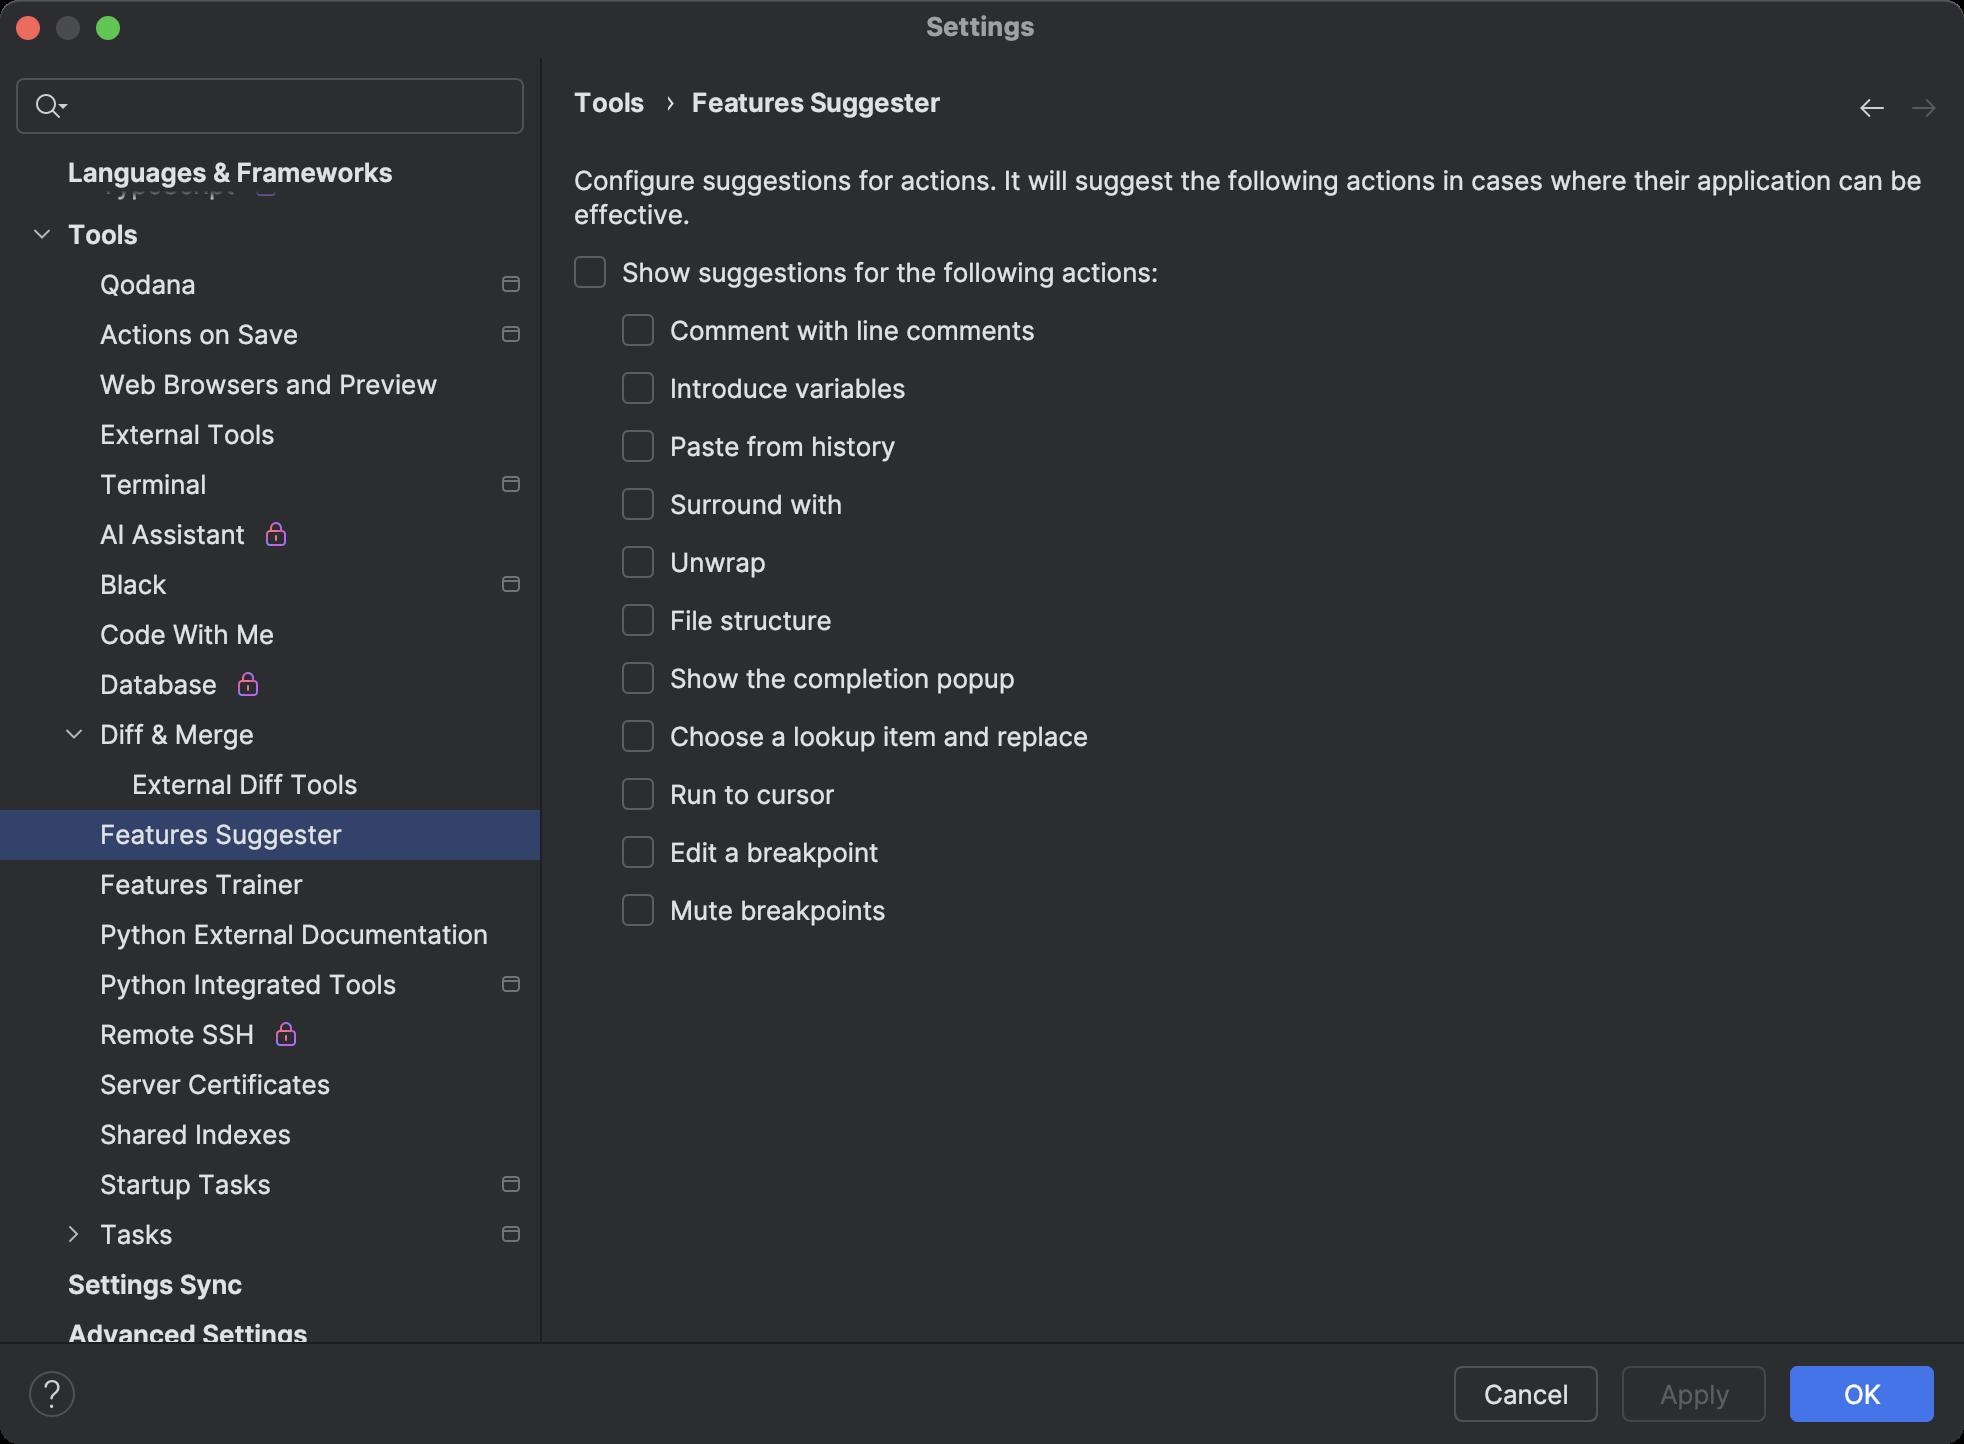
Accessibility tree:
{"name": "Settings", "role": "AXWindow", "description": null, "role_description": "standard window", "value": null, "position": "391.00;244.00", "size": "982;722", "children": [{"name": null, "role": "AXTextField", "description": "⌘F", "role_description": "text field", "value": "", "position": "5.00;36.00", "size": "260;34", "children": []}, {"name": null, "role": "AXScrollArea", "description": null, "role_description": "scroll area", "value": 0, "position": "0.00;76.00", "size": "270;595", "children": [{"name": null, "role": "AXScrollBar", "description": null, "role_description": "scroll bar", "value": 2571, "position": "256.00;76.00", "size": "14;595", "children": []}, {"name": null, "role": "AXScrollBar", "description": null, "role_description": "scroll bar", "value": 0, "position": "-391.00;-244.00", "size": "0;0", "children": []}, {"name": null, "role": "AXOutline", "description": "Settings categories", "role_description": "outline", "value": 0, "position": "0.00;-2495.00", "size": "270;3199", "children": [{"name": null, "role": "AXRow", "description": "Appearance & Behavior", "role_description": "row", "value": 0, "position": "3.00;-2495.00", "size": "267;25", "children": [{"name": null, "role": "AXStaticText", "description": "Appearance & Behavior", "role_description": "text", "value": "Appearance & Behavior", "position": "-391.00;-244.00", "size": "211;21", "children": []}, {"name": null, "role": "AXImage", "description": "", "role_description": "image", "value": null, "position": "-391.00;-244.00", "size": "16;21", "children": []}, {"name": null, "role": "AXImage", "description": "", "role_description": "image", "value": null, "position": "-391.00;-244.00", "size": "9;21", "children": []}]}, {"name": null, "role": "AXRow", "description": "Keymap", "role_description": "row", "value": 0, "position": "3.00;-2470.00", "size": "267;25", "children": [{"name": null, "role": "AXStaticText", "description": "Keymap", "role_description": "text", "value": "Keymap", "position": "-391.00;-244.00", "size": "211;21", "children": []}, {"name": null, "role": "AXImage", "description": "", "role_description": "image", "value": null, "position": "-391.00;-244.00", "size": "16;21", "children": []}, {"name": null, "role": "AXImage", "description": "", "role_description": "image", "value": null, "position": "-391.00;-244.00", "size": "9;21", "children": []}]}, {"name": null, "role": "AXRow", "description": "Editor", "role_description": "row", "value": 0, "position": "3.00;-2445.00", "size": "267;25", "children": [{"name": null, "role": "AXStaticText", "description": "Editor", "role_description": "text", "value": "Editor", "position": "-391.00;-244.00", "size": "211;21", "children": []}, {"name": null, "role": "AXImage", "description": "", "role_description": "image", "value": null, "position": "-391.00;-244.00", "size": "16;21", "children": []}, {"name": null, "role": "AXImage", "description": "", "role_description": "image", "value": null, "position": "-391.00;-244.00", "size": "9;21", "children": []}]}, {"name": null, "role": "AXRow", "description": "General", "role_description": "row", "value": 0, "position": "19.00;-2420.00", "size": "251;25", "children": [{"name": null, "role": "AXStaticText", "description": "General", "role_description": "text", "value": "General", "position": "-391.00;-244.00", "size": "211;21", "children": []}, {"name": null, "role": "AXImage", "description": "", "role_description": "image", "value": null, "position": "-391.00;-244.00", "size": "16;21", "children": []}, {"name": null, "role": "AXImage", "description": "", "role_description": "image", "value": null, "position": "-391.00;-244.00", "size": "9;21", "children": []}]}, {"name": null, "role": "AXRow", "description": "Code Editing", "role_description": "row", "value": 0, "position": "19.00;-2395.00", "size": "251;25", "children": [{"name": null, "role": "AXStaticText", "description": "Code Editing", "role_description": "text", "value": "Code Editing", "position": "-391.00;-244.00", "size": "211;21", "children": []}, {"name": null, "role": "AXImage", "description": "", "role_description": "image", "value": null, "position": "-391.00;-244.00", "size": "16;21", "children": []}, {"name": null, "role": "AXImage", "description": "", "role_description": "image", "value": null, "position": "-391.00;-244.00", "size": "9;21", "children": []}]}, {"name": null, "role": "AXRow", "description": "Font", "role_description": "row", "value": 0, "position": "19.00;-2370.00", "size": "251;25", "children": [{"name": null, "role": "AXStaticText", "description": "Font", "role_description": "text", "value": "Font", "position": "-391.00;-244.00", "size": "211;21", "children": []}, {"name": null, "role": "AXImage", "description": "", "role_description": "image", "value": null, "position": "-391.00;-244.00", "size": "16;21", "children": []}, {"name": null, "role": "AXImage", "description": "", "role_description": "image", "value": null, "position": "-391.00;-244.00", "size": "9;21", "children": []}]}, {"name": null, "role": "AXRow", "description": "Color Scheme", "role_description": "row", "value": 0, "position": "19.00;-2345.00", "size": "251;25", "children": [{"name": null, "role": "AXStaticText", "description": "Color Scheme", "role_description": "text", "value": "Color Scheme", "position": "-391.00;-244.00", "size": "211;21", "children": []}, {"name": null, "role": "AXImage", "description": "", "role_description": "image", "value": null, "position": "-391.00;-244.00", "size": "16;21", "children": []}, {"name": null, "role": "AXImage", "description": "", "role_description": "image", "value": null, "position": "-391.00;-244.00", "size": "9;21", "children": []}]}, {"name": null, "role": "AXRow", "description": "General", "role_description": "row", "value": 0, "position": "35.00;-2320.00", "size": "235;25", "children": [{"name": null, "role": "AXStaticText", "description": "General", "role_description": "text", "value": "General", "position": "-391.00;-244.00", "size": "211;21", "children": []}, {"name": null, "role": "AXImage", "description": "", "role_description": "image", "value": null, "position": "-391.00;-244.00", "size": "16;21", "children": []}, {"name": null, "role": "AXImage", "description": "", "role_description": "image", "value": null, "position": "-391.00;-244.00", "size": "9;21", "children": []}]}, {"name": null, "role": "AXRow", "description": "Language Defaults", "role_description": "row", "value": 0, "position": "35.00;-2295.00", "size": "235;25", "children": [{"name": null, "role": "AXStaticText", "description": "Language Defaults", "role_description": "text", "value": "Language Defaults", "position": "-391.00;-244.00", "size": "211;21", "children": []}, {"name": null, "role": "AXImage", "description": "", "role_description": "image", "value": null, "position": "-391.00;-244.00", "size": "16;21", "children": []}, {"name": null, "role": "AXImage", "description": "", "role_description": "image", "value": null, "position": "-391.00;-244.00", "size": "9;21", "children": []}]}, {"name": null, "role": "AXRow", "description": "Color Scheme Font", "role_description": "row", "value": 0, "position": "35.00;-2270.00", "size": "235;25", "children": [{"name": null, "role": "AXStaticText", "description": "Color Scheme Font", "role_description": "text", "value": "Color Scheme Font", "position": "-391.00;-244.00", "size": "211;21", "children": []}, {"name": null, "role": "AXImage", "description": "", "role_description": "image", "value": null, "position": "-391.00;-244.00", "size": "16;21", "children": []}, {"name": null, "role": "AXImage", "description": "", "role_description": "image", "value": null, "position": "-391.00;-244.00", "size": "9;21", "children": []}]}, {"name": null, "role": "AXRow", "description": "Console Font", "role_description": "row", "value": 0, "position": "35.00;-2245.00", "size": "235;25", "children": [{"name": null, "role": "AXStaticText", "description": "Console Font", "role_description": "text", "value": "Console Font", "position": "-391.00;-244.00", "size": "211;21", "children": []}, {"name": null, "role": "AXImage", "description": "", "role_description": "image", "value": null, "position": "-391.00;-244.00", "size": "16;21", "children": []}, {"name": null, "role": "AXImage", "description": "", "role_description": "image", "value": null, "position": "-391.00;-244.00", "size": "9;21", "children": []}]}, {"name": null, "role": "AXRow", "description": "Code With Me", "role_description": "row", "value": 0, "position": "35.00;-2220.00", "size": "235;25", "children": [{"name": null, "role": "AXStaticText", "description": "Code With Me", "role_description": "text", "value": "Code With Me", "position": "-391.00;-244.00", "size": "211;21", "children": []}, {"name": null, "role": "AXImage", "description": "", "role_description": "image", "value": null, "position": "-391.00;-244.00", "size": "16;21", "children": []}, {"name": null, "role": "AXImage", "description": "", "role_description": "image", "value": null, "position": "-391.00;-244.00", "size": "9;21", "children": []}]}, {"name": null, "role": "AXRow", "description": "Console Colors", "role_description": "row", "value": 0, "position": "35.00;-2195.00", "size": "235;25", "children": [{"name": null, "role": "AXStaticText", "description": "Console Colors", "role_description": "text", "value": "Console Colors", "position": "-391.00;-244.00", "size": "211;21", "children": []}, {"name": null, "role": "AXImage", "description": "", "role_description": "image", "value": null, "position": "-391.00;-244.00", "size": "16;21", "children": []}, {"name": null, "role": "AXImage", "description": "", "role_description": "image", "value": null, "position": "-391.00;-244.00", "size": "9;21", "children": []}]}, {"name": null, "role": "AXRow", "description": "Debugger", "role_description": "row", "value": 0, "position": "35.00;-2170.00", "size": "235;25", "children": [{"name": null, "role": "AXStaticText", "description": "Debugger", "role_description": "text", "value": "Debugger", "position": "-391.00;-244.00", "size": "211;21", "children": []}, {"name": null, "role": "AXImage", "description": "", "role_description": "image", "value": null, "position": "-391.00;-244.00", "size": "16;21", "children": []}, {"name": null, "role": "AXImage", "description": "", "role_description": "image", "value": null, "position": "-391.00;-244.00", "size": "9;21", "children": []}]}, {"name": null, "role": "AXRow", "description": "Diff & Merge", "role_description": "row", "value": 0, "position": "35.00;-2145.00", "size": "235;25", "children": [{"name": null, "role": "AXStaticText", "description": "Diff & Merge", "role_description": "text", "value": "Diff & Merge", "position": "-391.00;-244.00", "size": "211;21", "children": []}, {"name": null, "role": "AXImage", "description": "", "role_description": "image", "value": null, "position": "-391.00;-244.00", "size": "16;21", "children": []}, {"name": null, "role": "AXImage", "description": "", "role_description": "image", "value": null, "position": "-391.00;-244.00", "size": "9;21", "children": []}]}, {"name": null, "role": "AXRow", "description": "User-Defined File Types", "role_description": "row", "value": 0, "position": "35.00;-2120.00", "size": "235;25", "children": [{"name": null, "role": "AXStaticText", "description": "User-Defined File Types", "role_description": "text", "value": "User-Defined File Types", "position": "-391.00;-244.00", "size": "211;21", "children": []}, {"name": null, "role": "AXImage", "description": "", "role_description": "image", "value": null, "position": "-391.00;-244.00", "size": "16;21", "children": []}, {"name": null, "role": "AXImage", "description": "", "role_description": "image", "value": null, "position": "-391.00;-244.00", "size": "9;21", "children": []}]}, {"name": null, "role": "AXRow", "description": "VCS", "role_description": "row", "value": 0, "position": "35.00;-2095.00", "size": "235;25", "children": [{"name": null, "role": "AXStaticText", "description": "VCS", "role_description": "text", "value": "VCS", "position": "-391.00;-244.00", "size": "211;21", "children": []}, {"name": null, "role": "AXImage", "description": "", "role_description": "image", "value": null, "position": "-391.00;-244.00", "size": "16;21", "children": []}, {"name": null, "role": "AXImage", "description": "", "role_description": "image", "value": null, "position": "-391.00;-244.00", "size": "9;21", "children": []}]}, {"name": null, "role": "AXRow", "description": "Python", "role_description": "row", "value": 0, "position": "35.00;-2070.00", "size": "235;25", "children": [{"name": null, "role": "AXStaticText", "description": "Python", "role_description": "text", "value": "Python", "position": "-391.00;-244.00", "size": "211;21", "children": []}, {"name": null, "role": "AXImage", "description": "", "role_description": "image", "value": null, "position": "-391.00;-244.00", "size": "16;21", "children": []}, {"name": null, "role": "AXImage", "description": "", "role_description": "image", "value": null, "position": "-391.00;-244.00", "size": "9;21", "children": []}]}, {"name": null, "role": "AXRow", "description": "EditorConfig", "role_description": "row", "value": 0, "position": "35.00;-2045.00", "size": "235;25", "children": [{"name": null, "role": "AXStaticText", "description": "EditorConfig", "role_description": "text", "value": "EditorConfig", "position": "-391.00;-244.00", "size": "211;21", "children": []}, {"name": null, "role": "AXImage", "description": "", "role_description": "image", "value": null, "position": "-391.00;-244.00", "size": "16;21", "children": []}, {"name": null, "role": "AXImage", "description": "", "role_description": "image", "value": null, "position": "-391.00;-244.00", "size": "9;21", "children": []}]}, {"name": null, "role": "AXRow", "description": "HTML", "role_description": "row", "value": 0, "position": "35.00;-2020.00", "size": "235;25", "children": [{"name": null, "role": "AXStaticText", "description": "HTML", "role_description": "text", "value": "HTML", "position": "-391.00;-244.00", "size": "211;21", "children": []}, {"name": null, "role": "AXImage", "description": "", "role_description": "image", "value": null, "position": "-391.00;-244.00", "size": "16;21", "children": []}, {"name": null, "role": "AXImage", "description": "", "role_description": "image", "value": null, "position": "-391.00;-244.00", "size": "9;21", "children": []}]}, {"name": null, "role": "AXRow", "description": "JSON", "role_description": "row", "value": 0, "position": "35.00;-1995.00", "size": "235;25", "children": [{"name": null, "role": "AXStaticText", "description": "JSON", "role_description": "text", "value": "JSON", "position": "-391.00;-244.00", "size": "211;21", "children": []}, {"name": null, "role": "AXImage", "description": "", "role_description": "image", "value": null, "position": "-391.00;-244.00", "size": "16;21", "children": []}, {"name": null, "role": "AXImage", "description": "", "role_description": "image", "value": null, "position": "-391.00;-244.00", "size": "9;21", "children": []}]}, {"name": null, "role": "AXRow", "description": "Markdown", "role_description": "row", "value": 0, "position": "35.00;-1970.00", "size": "235;25", "children": [{"name": null, "role": "AXStaticText", "description": "Markdown", "role_description": "text", "value": "Markdown", "position": "-391.00;-244.00", "size": "211;21", "children": []}, {"name": null, "role": "AXImage", "description": "", "role_description": "image", "value": null, "position": "-391.00;-244.00", "size": "16;21", "children": []}, {"name": null, "role": "AXImage", "description": "", "role_description": "image", "value": null, "position": "-391.00;-244.00", "size": "9;21", "children": []}]}, {"name": null, "role": "AXRow", "description": "Properties", "role_description": "row", "value": 0, "position": "35.00;-1945.00", "size": "235;25", "children": [{"name": null, "role": "AXStaticText", "description": "Properties", "role_description": "text", "value": "Properties", "position": "-391.00;-244.00", "size": "211;21", "children": []}, {"name": null, "role": "AXImage", "description": "", "role_description": "image", "value": null, "position": "-391.00;-244.00", "size": "16;21", "children": []}, {"name": null, "role": "AXImage", "description": "", "role_description": "image", "value": null, "position": "-391.00;-244.00", "size": "9;21", "children": []}]}, {"name": null, "role": "AXRow", "description": "RegExp", "role_description": "row", "value": 0, "position": "35.00;-1920.00", "size": "235;25", "children": [{"name": null, "role": "AXStaticText", "description": "RegExp", "role_description": "text", "value": "RegExp", "position": "-391.00;-244.00", "size": "211;21", "children": []}, {"name": null, "role": "AXImage", "description": "", "role_description": "image", "value": null, "position": "-391.00;-244.00", "size": "16;21", "children": []}, {"name": null, "role": "AXImage", "description": "", "role_description": "image", "value": null, "position": "-391.00;-244.00", "size": "9;21", "children": []}]}, {"name": null, "role": "AXRow", "description": "reStructuredText", "role_description": "row", "value": 0, "position": "35.00;-1895.00", "size": "235;25", "children": [{"name": null, "role": "AXStaticText", "description": "reStructuredText", "role_description": "text", "value": "reStructuredText", "position": "-391.00;-244.00", "size": "211;21", "children": []}, {"name": null, "role": "AXImage", "description": "", "role_description": "image", "value": null, "position": "-391.00;-244.00", "size": "16;21", "children": []}, {"name": null, "role": "AXImage", "description": "", "role_description": "image", "value": null, "position": "-391.00;-244.00", "size": "9;21", "children": []}]}, {"name": null, "role": "AXRow", "description": "Shell Script", "role_description": "row", "value": 0, "position": "35.00;-1870.00", "size": "235;25", "children": [{"name": null, "role": "AXStaticText", "description": "Shell Script", "role_description": "text", "value": "Shell Script", "position": "-391.00;-244.00", "size": "211;21", "children": []}, {"name": null, "role": "AXImage", "description": "", "role_description": "image", "value": null, "position": "-391.00;-244.00", "size": "16;21", "children": []}, {"name": null, "role": "AXImage", "description": "", "role_description": "image", "value": null, "position": "-391.00;-244.00", "size": "9;21", "children": []}]}, {"name": null, "role": "AXRow", "description": "TOML", "role_description": "row", "value": 0, "position": "35.00;-1845.00", "size": "235;25", "children": [{"name": null, "role": "AXStaticText", "description": "TOML", "role_description": "text", "value": "TOML", "position": "-391.00;-244.00", "size": "211;21", "children": []}, {"name": null, "role": "AXImage", "description": "", "role_description": "image", "value": null, "position": "-391.00;-244.00", "size": "16;21", "children": []}, {"name": null, "role": "AXImage", "description": "", "role_description": "image", "value": null, "position": "-391.00;-244.00", "size": "9;21", "children": []}]}, {"name": null, "role": "AXRow", "description": "XML", "role_description": "row", "value": 0, "position": "35.00;-1820.00", "size": "235;25", "children": [{"name": null, "role": "AXStaticText", "description": "XML", "role_description": "text", "value": "XML", "position": "-391.00;-244.00", "size": "211;21", "children": []}, {"name": null, "role": "AXImage", "description": "", "role_description": "image", "value": null, "position": "-391.00;-244.00", "size": "16;21", "children": []}, {"name": null, "role": "AXImage", "description": "", "role_description": "image", "value": null, "position": "-391.00;-244.00", "size": "9;21", "children": []}]}, {"name": null, "role": "AXRow", "description": "YAML", "role_description": "row", "value": 0, "position": "35.00;-1795.00", "size": "235;25", "children": [{"name": null, "role": "AXStaticText", "description": "YAML", "role_description": "text", "value": "YAML", "position": "-391.00;-244.00", "size": "211;21", "children": []}, {"name": null, "role": "AXImage", "description": "", "role_description": "image", "value": null, "position": "-391.00;-244.00", "size": "16;21", "children": []}, {"name": null, "role": "AXImage", "description": "", "role_description": "image", "value": null, "position": "-391.00;-244.00", "size": "9;21", "children": []}]}, {"name": null, "role": "AXRow", "description": "By Scope", "role_description": "row", "value": 0, "position": "35.00;-1770.00", "size": "235;25", "children": [{"name": null, "role": "AXStaticText", "description": "By Scope", "role_description": "text", "value": "By Scope", "position": "-391.00;-244.00", "size": "211;21", "children": []}, {"name": null, "role": "AXImage", "description": "", "role_description": "image", "value": null, "position": "-391.00;-244.00", "size": "16;21", "children": []}, {"name": null, "role": "AXImage", "description": "", "role_description": "image", "value": null, "position": "-391.00;-244.00", "size": "9;21", "children": []}]}, {"name": null, "role": "AXRow", "description": "Images", "role_description": "row", "value": 0, "position": "35.00;-1745.00", "size": "235;25", "children": [{"name": null, "role": "AXStaticText", "description": "Images", "role_description": "text", "value": "Images", "position": "-391.00;-244.00", "size": "211;21", "children": []}, {"name": null, "role": "AXImage", "description": "", "role_description": "image", "value": null, "position": "-391.00;-244.00", "size": "16;21", "children": []}, {"name": null, "role": "AXImage", "description": "", "role_description": "image", "value": null, "position": "-391.00;-244.00", "size": "9;21", "children": []}]}, {"name": null, "role": "AXRow", "description": "Code Style", "role_description": "row", "value": 0, "position": "19.00;-1720.00", "size": "251;25", "children": [{"name": null, "role": "AXStaticText", "description": "Code Style", "role_description": "text", "value": "Code Style", "position": "-391.00;-244.00", "size": "211;21", "children": []}, {"name": null, "role": "AXImage", "description": "", "role_description": "image", "value": null, "position": "-391.00;-244.00", "size": "16;21", "children": []}, {"name": null, "role": "AXImage", "description": "", "role_description": "image", "value": null, "position": "-391.00;-244.00", "size": "9;21", "children": []}]}, {"name": null, "role": "AXRow", "description": "Python", "role_description": "row", "value": 0, "position": "35.00;-1695.00", "size": "235;25", "children": [{"name": null, "role": "AXStaticText", "description": "Python", "role_description": "text", "value": "Python", "position": "-391.00;-244.00", "size": "211;21", "children": []}, {"name": null, "role": "AXImage", "description": "", "role_description": "image", "value": null, "position": "-391.00;-244.00", "size": "16;21", "children": []}, {"name": null, "role": "AXImage", "description": "", "role_description": "image", "value": null, "position": "-391.00;-244.00", "size": "9;21", "children": []}]}, {"name": null, "role": "AXRow", "description": "EditorConfig", "role_description": "row", "value": 0, "position": "35.00;-1670.00", "size": "235;25", "children": [{"name": null, "role": "AXStaticText", "description": "EditorConfig", "role_description": "text", "value": "EditorConfig", "position": "-391.00;-244.00", "size": "211;21", "children": []}, {"name": null, "role": "AXImage", "description": "", "role_description": "image", "value": null, "position": "-391.00;-244.00", "size": "16;21", "children": []}, {"name": null, "role": "AXImage", "description": "", "role_description": "image", "value": null, "position": "-391.00;-244.00", "size": "9;21", "children": []}]}, {"name": null, "role": "AXRow", "description": "HTML", "role_description": "row", "value": 0, "position": "35.00;-1645.00", "size": "235;25", "children": [{"name": null, "role": "AXStaticText", "description": "HTML", "role_description": "text", "value": "HTML", "position": "-391.00;-244.00", "size": "211;21", "children": []}, {"name": null, "role": "AXImage", "description": "", "role_description": "image", "value": null, "position": "-391.00;-244.00", "size": "16;21", "children": []}, {"name": null, "role": "AXImage", "description": "", "role_description": "image", "value": null, "position": "-391.00;-244.00", "size": "9;21", "children": []}]}, {"name": null, "role": "AXRow", "description": "JSON", "role_description": "row", "value": 0, "position": "35.00;-1620.00", "size": "235;25", "children": [{"name": null, "role": "AXStaticText", "description": "JSON", "role_description": "text", "value": "JSON", "position": "-391.00;-244.00", "size": "211;21", "children": []}, {"name": null, "role": "AXImage", "description": "", "role_description": "image", "value": null, "position": "-391.00;-244.00", "size": "16;21", "children": []}, {"name": null, "role": "AXImage", "description": "", "role_description": "image", "value": null, "position": "-391.00;-244.00", "size": "9;21", "children": []}]}, {"name": null, "role": "AXRow", "description": "Markdown", "role_description": "row", "value": 0, "position": "35.00;-1595.00", "size": "235;25", "children": [{"name": null, "role": "AXStaticText", "description": "Markdown", "role_description": "text", "value": "Markdown", "position": "-391.00;-244.00", "size": "211;21", "children": []}, {"name": null, "role": "AXImage", "description": "", "role_description": "image", "value": null, "position": "-391.00;-244.00", "size": "16;21", "children": []}, {"name": null, "role": "AXImage", "description": "", "role_description": "image", "value": null, "position": "-391.00;-244.00", "size": "9;21", "children": []}]}, {"name": null, "role": "AXRow", "description": "Properties", "role_description": "row", "value": 0, "position": "35.00;-1570.00", "size": "235;25", "children": [{"name": null, "role": "AXStaticText", "description": "Properties", "role_description": "text", "value": "Properties", "position": "-391.00;-244.00", "size": "211;21", "children": []}, {"name": null, "role": "AXImage", "description": "", "role_description": "image", "value": null, "position": "-391.00;-244.00", "size": "16;21", "children": []}, {"name": null, "role": "AXImage", "description": "", "role_description": "image", "value": null, "position": "-391.00;-244.00", "size": "9;21", "children": []}]}, {"name": null, "role": "AXRow", "description": "Shell Script", "role_description": "row", "value": 0, "position": "35.00;-1545.00", "size": "235;25", "children": [{"name": null, "role": "AXStaticText", "description": "Shell Script", "role_description": "text", "value": "Shell Script", "position": "-391.00;-244.00", "size": "211;21", "children": []}, {"name": null, "role": "AXImage", "description": "", "role_description": "image", "value": null, "position": "-391.00;-244.00", "size": "16;21", "children": []}, {"name": null, "role": "AXImage", "description": "", "role_description": "image", "value": null, "position": "-391.00;-244.00", "size": "9;21", "children": []}]}, {"name": null, "role": "AXRow", "description": "TOML", "role_description": "row", "value": 0, "position": "35.00;-1520.00", "size": "235;25", "children": [{"name": null, "role": "AXStaticText", "description": "TOML", "role_description": "text", "value": "TOML", "position": "-391.00;-244.00", "size": "211;21", "children": []}, {"name": null, "role": "AXImage", "description": "", "role_description": "image", "value": null, "position": "-391.00;-244.00", "size": "16;21", "children": []}, {"name": null, "role": "AXImage", "description": "", "role_description": "image", "value": null, "position": "-391.00;-244.00", "size": "9;21", "children": []}]}, {"name": null, "role": "AXRow", "description": "XML", "role_description": "row", "value": 0, "position": "35.00;-1495.00", "size": "235;25", "children": [{"name": null, "role": "AXStaticText", "description": "XML", "role_description": "text", "value": "XML", "position": "-391.00;-244.00", "size": "211;21", "children": []}, {"name": null, "role": "AXImage", "description": "", "role_description": "image", "value": null, "position": "-391.00;-244.00", "size": "16;21", "children": []}, {"name": null, "role": "AXImage", "description": "", "role_description": "image", "value": null, "position": "-391.00;-244.00", "size": "9;21", "children": []}]}, {"name": null, "role": "AXRow", "description": "YAML", "role_description": "row", "value": 0, "position": "35.00;-1470.00", "size": "235;25", "children": [{"name": null, "role": "AXStaticText", "description": "YAML", "role_description": "text", "value": "YAML", "position": "-391.00;-244.00", "size": "211;21", "children": []}, {"name": null, "role": "AXImage", "description": "", "role_description": "image", "value": null, "position": "-391.00;-244.00", "size": "16;21", "children": []}, {"name": null, "role": "AXImage", "description": "", "role_description": "image", "value": null, "position": "-391.00;-244.00", "size": "9;21", "children": []}]}, {"name": null, "role": "AXRow", "description": "Other File Types", "role_description": "row", "value": 0, "position": "35.00;-1445.00", "size": "235;25", "children": [{"name": null, "role": "AXStaticText", "description": "Other File Types", "role_description": "text", "value": "Other File Types", "position": "-391.00;-244.00", "size": "211;21", "children": []}, {"name": null, "role": "AXImage", "description": "", "role_description": "image", "value": null, "position": "-391.00;-244.00", "size": "16;21", "children": []}, {"name": null, "role": "AXImage", "description": "", "role_description": "image", "value": null, "position": "-391.00;-244.00", "size": "9;21", "children": []}]}, {"name": null, "role": "AXRow", "description": "Inspections", "role_description": "row", "value": 0, "position": "19.00;-1420.00", "size": "251;25", "children": [{"name": null, "role": "AXStaticText", "description": "Inspections", "role_description": "text", "value": "Inspections", "position": "-391.00;-244.00", "size": "211;21", "children": []}, {"name": null, "role": "AXImage", "description": "", "role_description": "image", "value": null, "position": "-391.00;-244.00", "size": "16;21", "children": []}, {"name": null, "role": "AXImage", "description": "", "role_description": "image", "value": null, "position": "-391.00;-244.00", "size": "9;21", "children": []}]}, {"name": null, "role": "AXRow", "description": "File and Code Templates", "role_description": "row", "value": 0, "position": "19.00;-1395.00", "size": "251;25", "children": [{"name": null, "role": "AXStaticText", "description": "File and Code Templates", "role_description": "text", "value": "File and Code Templates", "position": "-391.00;-244.00", "size": "211;21", "children": []}, {"name": null, "role": "AXImage", "description": "", "role_description": "image", "value": null, "position": "-391.00;-244.00", "size": "16;21", "children": []}, {"name": null, "role": "AXImage", "description": "", "role_description": "image", "value": null, "position": "-391.00;-244.00", "size": "9;21", "children": []}]}, {"name": null, "role": "AXRow", "description": "File Encodings", "role_description": "row", "value": 0, "position": "19.00;-1370.00", "size": "251;25", "children": [{"name": null, "role": "AXStaticText", "description": "File Encodings", "role_description": "text", "value": "File Encodings", "position": "-391.00;-244.00", "size": "211;21", "children": []}, {"name": null, "role": "AXImage", "description": "", "role_description": "image", "value": null, "position": "-391.00;-244.00", "size": "16;21", "children": []}, {"name": null, "role": "AXImage", "description": "", "role_description": "image", "value": null, "position": "-391.00;-244.00", "size": "9;21", "children": []}]}, {"name": null, "role": "AXRow", "description": "Live Templates", "role_description": "row", "value": 0, "position": "19.00;-1345.00", "size": "251;25", "children": [{"name": null, "role": "AXStaticText", "description": "Live Templates", "role_description": "text", "value": "Live Templates", "position": "-391.00;-244.00", "size": "211;21", "children": []}, {"name": null, "role": "AXImage", "description": "", "role_description": "image", "value": null, "position": "-391.00;-244.00", "size": "16;21", "children": []}, {"name": null, "role": "AXImage", "description": "", "role_description": "image", "value": null, "position": "-391.00;-244.00", "size": "9;21", "children": []}]}, {"name": null, "role": "AXRow", "description": "File Types", "role_description": "row", "value": 0, "position": "19.00;-1320.00", "size": "251;25", "children": [{"name": null, "role": "AXStaticText", "description": "File Types", "role_description": "text", "value": "File Types", "position": "-391.00;-244.00", "size": "211;21", "children": []}, {"name": null, "role": "AXImage", "description": "", "role_description": "image", "value": null, "position": "-391.00;-244.00", "size": "16;21", "children": []}, {"name": null, "role": "AXImage", "description": "", "role_description": "image", "value": null, "position": "-391.00;-244.00", "size": "9;21", "children": []}]}, {"name": null, "role": "AXRow", "description": "Copyright", "role_description": "row", "value": 0, "position": "19.00;-1295.00", "size": "251;25", "children": [{"name": null, "role": "AXStaticText", "description": "Copyright", "role_description": "text", "value": "Copyright", "position": "-391.00;-244.00", "size": "211;21", "children": []}, {"name": null, "role": "AXImage", "description": "", "role_description": "image", "value": null, "position": "-391.00;-244.00", "size": "16;21", "children": []}, {"name": null, "role": "AXImage", "description": "", "role_description": "image", "value": null, "position": "-391.00;-244.00", "size": "9;21", "children": []}]}, {"name": null, "role": "AXRow", "description": "Copyright Profiles", "role_description": "row", "value": 0, "position": "35.00;-1270.00", "size": "235;25", "children": [{"name": null, "role": "AXStaticText", "description": "Copyright Profiles", "role_description": "text", "value": "Copyright Profiles", "position": "-391.00;-244.00", "size": "211;21", "children": []}, {"name": null, "role": "AXImage", "description": "", "role_description": "image", "value": null, "position": "-391.00;-244.00", "size": "16;21", "children": []}, {"name": null, "role": "AXImage", "description": "", "role_description": "image", "value": null, "position": "-391.00;-244.00", "size": "9;21", "children": []}]}, {"name": null, "role": "AXRow", "description": "Formatting", "role_description": "row", "value": 0, "position": "35.00;-1245.00", "size": "235;25", "children": [{"name": null, "role": "AXStaticText", "description": "Formatting", "role_description": "text", "value": "Formatting", "position": "-391.00;-244.00", "size": "211;21", "children": []}, {"name": null, "role": "AXImage", "description": "", "role_description": "image", "value": null, "position": "-391.00;-244.00", "size": "16;21", "children": []}, {"name": null, "role": "AXImage", "description": "", "role_description": "image", "value": null, "position": "-391.00;-244.00", "size": "9;21", "children": []}]}, {"name": null, "role": "AXRow", "description": "Inlay Hints", "role_description": "row", "value": 0, "position": "19.00;-1220.00", "size": "251;25", "children": [{"name": null, "role": "AXStaticText", "description": "Inlay Hints", "role_description": "text", "value": "Inlay Hints", "position": "-391.00;-244.00", "size": "211;21", "children": []}, {"name": null, "role": "AXImage", "description": "", "role_description": "image", "value": null, "position": "-391.00;-244.00", "size": "16;21", "children": []}, {"name": null, "role": "AXImage", "description": "", "role_description": "image", "value": null, "position": "-391.00;-244.00", "size": "9;21", "children": []}]}, {"name": null, "role": "AXRow", "description": "Emmet", "role_description": "row", "value": 0, "position": "19.00;-1195.00", "size": "251;25", "children": [{"name": null, "role": "AXStaticText", "description": "Emmet", "role_description": "text", "value": "Emmet", "position": "-391.00;-244.00", "size": "211;21", "children": []}, {"name": null, "role": "AXImage", "description": "", "role_description": "image", "value": null, "position": "-391.00;-244.00", "size": "16;21", "children": []}, {"name": null, "role": "AXImage", "description": "", "role_description": "image", "value": null, "position": "-391.00;-244.00", "size": "9;21", "children": []}]}, {"name": null, "role": "AXRow", "description": "Intentions", "role_description": "row", "value": 0, "position": "19.00;-1170.00", "size": "251;25", "children": [{"name": null, "role": "AXStaticText", "description": "Intentions", "role_description": "text", "value": "Intentions", "position": "-391.00;-244.00", "size": "211;21", "children": []}, {"name": null, "role": "AXImage", "description": "", "role_description": "image", "value": null, "position": "-391.00;-244.00", "size": "16;21", "children": []}, {"name": null, "role": "AXImage", "description": "", "role_description": "image", "value": null, "position": "-391.00;-244.00", "size": "9;21", "children": []}]}, {"name": null, "role": "AXRow", "description": "Language Injections", "role_description": "row", "value": 0, "position": "19.00;-1145.00", "size": "251;25", "children": [{"name": null, "role": "AXStaticText", "description": "Language Injections", "role_description": "text", "value": "Language Injections", "position": "-391.00;-244.00", "size": "211;21", "children": []}, {"name": null, "role": "AXImage", "description": "", "role_description": "image", "value": null, "position": "-391.00;-244.00", "size": "16;21", "children": []}, {"name": null, "role": "AXImage", "description": "", "role_description": "image", "value": null, "position": "-391.00;-244.00", "size": "9;21", "children": []}]}, {"name": null, "role": "AXRow", "description": "Natural Languages", "role_description": "row", "value": 0, "position": "19.00;-1120.00", "size": "251;25", "children": [{"name": null, "role": "AXStaticText", "description": "Natural Languages", "role_description": "text", "value": "Natural Languages", "position": "-391.00;-244.00", "size": "211;21", "children": []}, {"name": null, "role": "AXImage", "description": "", "role_description": "image", "value": null, "position": "-391.00;-244.00", "size": "16;21", "children": []}, {"name": null, "role": "AXImage", "description": "", "role_description": "image", "value": null, "position": "-391.00;-244.00", "size": "9;21", "children": []}]}, {"name": null, "role": "AXRow", "description": "Grammar and Style", "role_description": "row", "value": 0, "position": "35.00;-1095.00", "size": "235;25", "children": [{"name": null, "role": "AXStaticText", "description": "Grammar and Style", "role_description": "text", "value": "Grammar and Style", "position": "-391.00;-244.00", "size": "211;21", "children": []}, {"name": null, "role": "AXImage", "description": "", "role_description": "image", "value": null, "position": "-391.00;-244.00", "size": "16;21", "children": []}, {"name": null, "role": "AXImage", "description": "", "role_description": "image", "value": null, "position": "-391.00;-244.00", "size": "9;21", "children": []}]}, {"name": null, "role": "AXRow", "description": "Spelling", "role_description": "row", "value": 0, "position": "35.00;-1070.00", "size": "235;25", "children": [{"name": null, "role": "AXStaticText", "description": "Spelling", "role_description": "text", "value": "Spelling", "position": "-391.00;-244.00", "size": "211;21", "children": []}, {"name": null, "role": "AXImage", "description": "", "role_description": "image", "value": null, "position": "-391.00;-244.00", "size": "16;21", "children": []}, {"name": null, "role": "AXImage", "description": "", "role_description": "image", "value": null, "position": "-391.00;-244.00", "size": "9;21", "children": []}]}, {"name": null, "role": "AXRow", "description": "Reader Mode", "role_description": "row", "value": 0, "position": "19.00;-1045.00", "size": "251;25", "children": [{"name": null, "role": "AXStaticText", "description": "Reader Mode", "role_description": "text", "value": "Reader Mode", "position": "-391.00;-244.00", "size": "211;21", "children": []}, {"name": null, "role": "AXImage", "description": "", "role_description": "image", "value": null, "position": "-391.00;-244.00", "size": "16;21", "children": []}, {"name": null, "role": "AXImage", "description": "", "role_description": "image", "value": null, "position": "-391.00;-244.00", "size": "9;21", "children": []}]}, {"name": null, "role": "AXRow", "description": "TextMate Bundles", "role_description": "row", "value": 0, "position": "19.00;-1020.00", "size": "251;25", "children": [{"name": null, "role": "AXStaticText", "description": "TextMate Bundles", "role_description": "text", "value": "TextMate Bundles", "position": "-391.00;-244.00", "size": "211;21", "children": []}, {"name": null, "role": "AXImage", "description": "", "role_description": "image", "value": null, "position": "-391.00;-244.00", "size": "16;21", "children": []}, {"name": null, "role": "AXImage", "description": "", "role_description": "image", "value": null, "position": "-391.00;-244.00", "size": "9;21", "children": []}]}, {"name": null, "role": "AXRow", "description": "TODO", "role_description": "row", "value": 0, "position": "19.00;-995.00", "size": "251;25", "children": [{"name": null, "role": "AXStaticText", "description": "TODO", "role_description": "text", "value": "TODO", "position": "-391.00;-244.00", "size": "211;21", "children": []}, {"name": null, "role": "AXImage", "description": "", "role_description": "image", "value": null, "position": "-391.00;-244.00", "size": "16;21", "children": []}, {"name": null, "role": "AXImage", "description": "", "role_description": "image", "value": null, "position": "-391.00;-244.00", "size": "9;21", "children": []}]}, {"name": null, "role": "AXRow", "description": "Plugins", "role_description": "row", "value": 0, "position": "3.00;-970.00", "size": "267;25", "children": [{"name": null, "role": "AXStaticText", "description": "Plugins", "role_description": "text", "value": "Plugins", "position": "-391.00;-244.00", "size": "211;21", "children": []}, {"name": null, "role": "AXImage", "description": "", "role_description": "image", "value": null, "position": "-391.00;-244.00", "size": "16;21", "children": []}, {"name": null, "role": "AXImage", "description": "", "role_description": "image", "value": null, "position": "-391.00;-244.00", "size": "9;21", "children": []}]}, {"name": null, "role": "AXRow", "description": "Version Control", "role_description": "row", "value": 0, "position": "3.00;-945.00", "size": "267;25", "children": [{"name": null, "role": "AXStaticText", "description": "Version Control", "role_description": "text", "value": "Version Control", "position": "-391.00;-244.00", "size": "211;21", "children": []}, {"name": null, "role": "AXImage", "description": "", "role_description": "image", "value": null, "position": "-391.00;-244.00", "size": "16;21", "children": []}, {"name": null, "role": "AXImage", "description": "", "role_description": "image", "value": null, "position": "-391.00;-244.00", "size": "9;21", "children": []}]}, {"name": null, "role": "AXRow", "description": "Changelists", "role_description": "row", "value": 0, "position": "19.00;-920.00", "size": "251;25", "children": [{"name": null, "role": "AXStaticText", "description": "Changelists", "role_description": "text", "value": "Changelists", "position": "-391.00;-244.00", "size": "211;21", "children": []}, {"name": null, "role": "AXImage", "description": "", "role_description": "image", "value": null, "position": "-391.00;-244.00", "size": "16;21", "children": []}, {"name": null, "role": "AXImage", "description": "", "role_description": "image", "value": null, "position": "-391.00;-244.00", "size": "9;21", "children": []}]}, {"name": null, "role": "AXRow", "description": "Commit", "role_description": "row", "value": 0, "position": "19.00;-895.00", "size": "251;25", "children": [{"name": null, "role": "AXStaticText", "description": "Commit", "role_description": "text", "value": "Commit", "position": "-391.00;-244.00", "size": "211;21", "children": []}, {"name": null, "role": "AXImage", "description": "", "role_description": "image", "value": null, "position": "-391.00;-244.00", "size": "16;21", "children": []}, {"name": null, "role": "AXImage", "description": "", "role_description": "image", "value": null, "position": "-391.00;-244.00", "size": "9;21", "children": []}]}, {"name": null, "role": "AXRow", "description": "Confirmation", "role_description": "row", "value": 0, "position": "19.00;-870.00", "size": "251;25", "children": [{"name": null, "role": "AXStaticText", "description": "Confirmation", "role_description": "text", "value": "Confirmation", "position": "-391.00;-244.00", "size": "211;21", "children": []}, {"name": null, "role": "AXImage", "description": "", "role_description": "image", "value": null, "position": "-391.00;-244.00", "size": "16;21", "children": []}, {"name": null, "role": "AXImage", "description": "", "role_description": "image", "value": null, "position": "-391.00;-244.00", "size": "9;21", "children": []}]}, {"name": null, "role": "AXRow", "description": "Directory Mappings", "role_description": "row", "value": 0, "position": "19.00;-845.00", "size": "251;25", "children": [{"name": null, "role": "AXStaticText", "description": "Directory Mappings", "role_description": "text", "value": "Directory Mappings", "position": "-391.00;-244.00", "size": "211;21", "children": []}, {"name": null, "role": "AXImage", "description": "", "role_description": "image", "value": null, "position": "-391.00;-244.00", "size": "16;21", "children": []}, {"name": null, "role": "AXImage", "description": "", "role_description": "image", "value": null, "position": "-391.00;-244.00", "size": "9;21", "children": []}]}, {"name": null, "role": "AXRow", "description": "File Status Colors", "role_description": "row", "value": 0, "position": "19.00;-820.00", "size": "251;25", "children": [{"name": null, "role": "AXStaticText", "description": "File Status Colors", "role_description": "text", "value": "File Status Colors", "position": "-391.00;-244.00", "size": "211;21", "children": []}, {"name": null, "role": "AXImage", "description": "", "role_description": "image", "value": null, "position": "-391.00;-244.00", "size": "16;21", "children": []}, {"name": null, "role": "AXImage", "description": "", "role_description": "image", "value": null, "position": "-391.00;-244.00", "size": "9;21", "children": []}]}, {"name": null, "role": "AXRow", "description": "Issue Navigation", "role_description": "row", "value": 0, "position": "19.00;-795.00", "size": "251;25", "children": [{"name": null, "role": "AXStaticText", "description": "Issue Navigation", "role_description": "text", "value": "Issue Navigation", "position": "-391.00;-244.00", "size": "211;21", "children": []}, {"name": null, "role": "AXImage", "description": "", "role_description": "image", "value": null, "position": "-391.00;-244.00", "size": "16;21", "children": []}, {"name": null, "role": "AXImage", "description": "", "role_description": "image", "value": null, "position": "-391.00;-244.00", "size": "9;21", "children": []}]}, {"name": null, "role": "AXRow", "description": "Shelf", "role_description": "row", "value": 0, "position": "19.00;-770.00", "size": "251;25", "children": [{"name": null, "role": "AXStaticText", "description": "Shelf", "role_description": "text", "value": "Shelf", "position": "-391.00;-244.00", "size": "211;21", "children": []}, {"name": null, "role": "AXImage", "description": "", "role_description": "image", "value": null, "position": "-391.00;-244.00", "size": "16;21", "children": []}, {"name": null, "role": "AXImage", "description": "", "role_description": "image", "value": null, "position": "-391.00;-244.00", "size": "9;21", "children": []}]}, {"name": null, "role": "AXRow", "description": "Git", "role_description": "row", "value": 0, "position": "19.00;-745.00", "size": "251;25", "children": [{"name": null, "role": "AXStaticText", "description": "Git", "role_description": "text", "value": "Git", "position": "-391.00;-244.00", "size": "211;21", "children": []}, {"name": null, "role": "AXImage", "description": "", "role_description": "image", "value": null, "position": "-391.00;-244.00", "size": "16;21", "children": []}, {"name": null, "role": "AXImage", "description": "", "role_description": "image", "value": null, "position": "-391.00;-244.00", "size": "9;21", "children": []}]}, {"name": null, "role": "AXRow", "description": "GitHub", "role_description": "row", "value": 0, "position": "19.00;-720.00", "size": "251;25", "children": [{"name": null, "role": "AXStaticText", "description": "GitHub", "role_description": "text", "value": "GitHub", "position": "-391.00;-244.00", "size": "211;21", "children": []}, {"name": null, "role": "AXImage", "description": "", "role_description": "image", "value": null, "position": "-391.00;-244.00", "size": "16;21", "children": []}, {"name": null, "role": "AXImage", "description": "", "role_description": "image", "value": null, "position": "-391.00;-244.00", "size": "9;21", "children": []}]}, {"name": null, "role": "AXRow", "description": "GitLab", "role_description": "row", "value": 0, "position": "19.00;-695.00", "size": "251;25", "children": [{"name": null, "role": "AXStaticText", "description": "GitLab", "role_description": "text", "value": "GitLab", "position": "-391.00;-244.00", "size": "211;21", "children": []}, {"name": null, "role": "AXImage", "description": "", "role_description": "image", "value": null, "position": "-391.00;-244.00", "size": "16;21", "children": []}, {"name": null, "role": "AXImage", "description": "", "role_description": "image", "value": null, "position": "-391.00;-244.00", "size": "9;21", "children": []}]}, {"name": null, "role": "AXRow", "description": "Mercurial", "role_description": "row", "value": 0, "position": "19.00;-670.00", "size": "251;25", "children": [{"name": null, "role": "AXStaticText", "description": "Mercurial", "role_description": "text", "value": "Mercurial", "position": "-391.00;-244.00", "size": "211;21", "children": []}, {"name": null, "role": "AXImage", "description": "", "role_description": "image", "value": null, "position": "-391.00;-244.00", "size": "16;21", "children": []}, {"name": null, "role": "AXImage", "description": "", "role_description": "image", "value": null, "position": "-391.00;-244.00", "size": "9;21", "children": []}]}, {"name": null, "role": "AXRow", "description": "Subversion", "role_description": "row", "value": 0, "position": "19.00;-645.00", "size": "251;25", "children": [{"name": null, "role": "AXStaticText", "description": "Subversion", "role_description": "text", "value": "Subversion", "position": "-391.00;-244.00", "size": "211;21", "children": []}, {"name": null, "role": "AXImage", "description": "", "role_description": "image", "value": null, "position": "-391.00;-244.00", "size": "16;21", "children": []}, {"name": null, "role": "AXImage", "description": "", "role_description": "image", "value": null, "position": "-391.00;-244.00", "size": "9;21", "children": []}]}, {"name": null, "role": "AXRow", "description": "Presentation", "role_description": "row", "value": 0, "position": "35.00;-620.00", "size": "235;25", "children": [{"name": null, "role": "AXStaticText", "description": "Presentation", "role_description": "text", "value": "Presentation", "position": "-391.00;-244.00", "size": "211;21", "children": []}, {"name": null, "role": "AXImage", "description": "", "role_description": "image", "value": null, "position": "-391.00;-244.00", "size": "16;21", "children": []}, {"name": null, "role": "AXImage", "description": "", "role_description": "image", "value": null, "position": "-391.00;-244.00", "size": "9;21", "children": []}]}, {"name": null, "role": "AXRow", "description": "Network", "role_description": "row", "value": 0, "position": "35.00;-595.00", "size": "235;25", "children": [{"name": null, "role": "AXStaticText", "description": "Network", "role_description": "text", "value": "Network", "position": "-391.00;-244.00", "size": "211;21", "children": []}, {"name": null, "role": "AXImage", "description": "", "role_description": "image", "value": null, "position": "-391.00;-244.00", "size": "16;21", "children": []}, {"name": null, "role": "AXImage", "description": "", "role_description": "image", "value": null, "position": "-391.00;-244.00", "size": "9;21", "children": []}]}, {"name": null, "role": "AXRow", "description": "SSH", "role_description": "row", "value": 0, "position": "35.00;-570.00", "size": "235;25", "children": [{"name": null, "role": "AXStaticText", "description": "SSH", "role_description": "text", "value": "SSH", "position": "-391.00;-244.00", "size": "211;21", "children": []}, {"name": null, "role": "AXImage", "description": "", "role_description": "image", "value": null, "position": "-391.00;-244.00", "size": "16;21", "children": []}, {"name": null, "role": "AXImage", "description": "", "role_description": "image", "value": null, "position": "-391.00;-244.00", "size": "9;21", "children": []}]}, {"name": null, "role": "AXRow", "description": "Project: test", "role_description": "row", "value": 0, "position": "3.00;-545.00", "size": "267;25", "children": [{"name": null, "role": "AXStaticText", "description": "Project: test", "role_description": "text", "value": "Project: test", "position": "-391.00;-244.00", "size": "211;21", "children": []}, {"name": null, "role": "AXImage", "description": "", "role_description": "image", "value": null, "position": "-391.00;-244.00", "size": "16;21", "children": []}, {"name": null, "role": "AXImage", "description": "", "role_description": "image", "value": null, "position": "-391.00;-244.00", "size": "9;21", "children": []}]}, {"name": null, "role": "AXRow", "description": "Python Interpreter", "role_description": "row", "value": 0, "position": "19.00;-520.00", "size": "251;25", "children": [{"name": null, "role": "AXStaticText", "description": "Python Interpreter", "role_description": "text", "value": "Python Interpreter", "position": "-391.00;-244.00", "size": "211;21", "children": []}, {"name": null, "role": "AXImage", "description": "", "role_description": "image", "value": null, "position": "-391.00;-244.00", "size": "16;21", "children": []}, {"name": null, "role": "AXImage", "description": "", "role_description": "image", "value": null, "position": "-391.00;-244.00", "size": "9;21", "children": []}]}, {"name": null, "role": "AXRow", "description": "Project Structure", "role_description": "row", "value": 0, "position": "19.00;-495.00", "size": "251;25", "children": [{"name": null, "role": "AXStaticText", "description": "Project Structure", "role_description": "text", "value": "Project Structure", "position": "-391.00;-244.00", "size": "211;21", "children": []}, {"name": null, "role": "AXImage", "description": "", "role_description": "image", "value": null, "position": "-391.00;-244.00", "size": "16;21", "children": []}, {"name": null, "role": "AXImage", "description": "", "role_description": "image", "value": null, "position": "-391.00;-244.00", "size": "9;21", "children": []}]}, {"name": null, "role": "AXRow", "description": "Build, Execution, Deployment", "role_description": "row", "value": 0, "position": "3.00;-470.00", "size": "267;25", "children": [{"name": null, "role": "AXStaticText", "description": "Build, Execution, Deployment", "role_description": "text", "value": "Build, Execution, Deployment", "position": "-391.00;-244.00", "size": "211;21", "children": []}, {"name": null, "role": "AXImage", "description": "", "role_description": "image", "value": null, "position": "-391.00;-244.00", "size": "16;21", "children": []}, {"name": null, "role": "AXImage", "description": "", "role_description": "image", "value": null, "position": "-391.00;-244.00", "size": "9;21", "children": []}]}, {"name": null, "role": "AXRow", "description": "Build Tools", "role_description": "row", "value": 0, "position": "19.00;-445.00", "size": "251;25", "children": [{"name": null, "role": "AXStaticText", "description": "Build Tools", "role_description": "text", "value": "Build Tools", "position": "-391.00;-244.00", "size": "211;21", "children": []}, {"name": null, "role": "AXImage", "description": "", "role_description": "image", "value": null, "position": "-391.00;-244.00", "size": "16;21", "children": []}, {"name": null, "role": "AXImage", "description": "", "role_description": "image", "value": null, "position": "-391.00;-244.00", "size": "9;21", "children": []}]}, {"name": null, "role": "AXRow", "description": "Debugger", "role_description": "row", "value": 0, "position": "19.00;-420.00", "size": "251;25", "children": [{"name": null, "role": "AXStaticText", "description": "Debugger", "role_description": "text", "value": "Debugger", "position": "-391.00;-244.00", "size": "211;21", "children": []}, {"name": null, "role": "AXImage", "description": "", "role_description": "image", "value": null, "position": "-391.00;-244.00", "size": "16;21", "children": []}, {"name": null, "role": "AXImage", "description": "", "role_description": "image", "value": null, "position": "-391.00;-244.00", "size": "9;21", "children": []}]}, {"name": null, "role": "AXRow", "description": "Data Views", "role_description": "row", "value": 0, "position": "35.00;-395.00", "size": "235;25", "children": [{"name": null, "role": "AXStaticText", "description": "Data Views", "role_description": "text", "value": "Data Views", "position": "-391.00;-244.00", "size": "211;21", "children": []}, {"name": null, "role": "AXImage", "description": "", "role_description": "image", "value": null, "position": "-391.00;-244.00", "size": "16;21", "children": []}, {"name": null, "role": "AXImage", "description": "", "role_description": "image", "value": null, "position": "-391.00;-244.00", "size": "9;21", "children": []}]}, {"name": null, "role": "AXRow", "description": "Stepping", "role_description": "row", "value": 0, "position": "35.00;-370.00", "size": "235;25", "children": [{"name": null, "role": "AXStaticText", "description": "Stepping", "role_description": "text", "value": "Stepping", "position": "-391.00;-244.00", "size": "211;21", "children": []}, {"name": null, "role": "AXImage", "description": "", "role_description": "image", "value": null, "position": "-391.00;-244.00", "size": "16;21", "children": []}, {"name": null, "role": "AXImage", "description": "", "role_description": "image", "value": null, "position": "-391.00;-244.00", "size": "9;21", "children": []}]}, {"name": null, "role": "AXRow", "description": "Python Type Renderers", "role_description": "row", "value": 0, "position": "35.00;-345.00", "size": "235;25", "children": [{"name": null, "role": "AXStaticText", "description": "Python Type Renderers", "role_description": "text", "value": "Python Type Renderers", "position": "-391.00;-244.00", "size": "211;21", "children": []}, {"name": null, "role": "AXImage", "description": "", "role_description": "image", "value": null, "position": "-391.00;-244.00", "size": "16;21", "children": []}, {"name": null, "role": "AXImage", "description": "", "role_description": "image", "value": null, "position": "-391.00;-244.00", "size": "9;21", "children": []}]}, {"name": null, "role": "AXRow", "description": "Python Debugger", "role_description": "row", "value": 0, "position": "19.00;-320.00", "size": "251;25", "children": [{"name": null, "role": "AXStaticText", "description": "Python Debugger", "role_description": "text", "value": "Python Debugger", "position": "-391.00;-244.00", "size": "211;21", "children": []}, {"name": null, "role": "AXImage", "description": "", "role_description": "image", "value": null, "position": "-391.00;-244.00", "size": "16;21", "children": []}, {"name": null, "role": "AXImage", "description": "", "role_description": "image", "value": null, "position": "-391.00;-244.00", "size": "9;21", "children": []}]}, {"name": null, "role": "AXRow", "description": "Console", "role_description": "row", "value": 0, "position": "19.00;-295.00", "size": "251;25", "children": [{"name": null, "role": "AXStaticText", "description": "Console", "role_description": "text", "value": "Console", "position": "-391.00;-244.00", "size": "211;21", "children": []}, {"name": null, "role": "AXImage", "description": "", "role_description": "image", "value": null, "position": "-391.00;-244.00", "size": "16;21", "children": []}, {"name": null, "role": "AXImage", "description": "", "role_description": "image", "value": null, "position": "-391.00;-244.00", "size": "9;21", "children": []}]}, {"name": null, "role": "AXRow", "description": "Python Console", "role_description": "row", "value": 0, "position": "35.00;-270.00", "size": "235;25", "children": [{"name": null, "role": "AXStaticText", "description": "Python Console", "role_description": "text", "value": "Python Console", "position": "-391.00;-244.00", "size": "211;21", "children": []}, {"name": null, "role": "AXImage", "description": "", "role_description": "image", "value": null, "position": "-391.00;-244.00", "size": "16;21", "children": []}, {"name": null, "role": "AXImage", "description": "", "role_description": "image", "value": null, "position": "-391.00;-244.00", "size": "9;21", "children": []}]}, {"name": null, "role": "AXRow", "description": "Required Plugins", "role_description": "row", "value": 0, "position": "19.00;-245.00", "size": "251;25", "children": [{"name": null, "role": "AXStaticText", "description": "Required Plugins", "role_description": "text", "value": "Required Plugins", "position": "-391.00;-244.00", "size": "211;21", "children": []}, {"name": null, "role": "AXImage", "description": "", "role_description": "image", "value": null, "position": "-391.00;-244.00", "size": "16;21", "children": []}, {"name": null, "role": "AXImage", "description": "", "role_description": "image", "value": null, "position": "-391.00;-244.00", "size": "9;21", "children": []}]}, {"name": null, "role": "AXRow", "description": "Trusted Locations", "role_description": "row", "value": 0, "position": "19.00;-220.00", "size": "251;25", "children": [{"name": null, "role": "AXStaticText", "description": "Trusted Locations", "role_description": "text", "value": "Trusted Locations", "position": "-391.00;-244.00", "size": "211;21", "children": []}, {"name": null, "role": "AXImage", "description": "", "role_description": "image", "value": null, "position": "-391.00;-244.00", "size": "16;21", "children": []}, {"name": null, "role": "AXImage", "description": "", "role_description": "image", "value": null, "position": "-391.00;-244.00", "size": "9;21", "children": []}]}, {"name": null, "role": "AXRow", "description": "Languages & Frameworks", "role_description": "row", "value": 0, "position": "3.00;-195.00", "size": "267;25", "children": [{"name": null, "role": "AXStaticText", "description": "TypeScript", "role_description": "text", "value": "TypeScript", "position": "-391.00;-244.00", "size": "211;21", "children": []}, {"name": null, "role": "AXImage", "description": "", "role_description": "image", "value": null, "position": "-391.00;-244.00", "size": "16;21", "children": []}, {"name": null, "role": "AXImage", "description": "", "role_description": "image", "value": null, "position": "-391.00;-244.00", "size": "9;21", "children": []}]}, {"name": null, "role": "AXRow", "description": "Django", "role_description": "row", "value": 0, "position": "19.00;-170.00", "size": "251;25", "children": [{"name": null, "role": "AXStaticText", "description": "Django", "role_description": "text", "value": "Django", "position": "-391.00;-244.00", "size": "211;21", "children": []}, {"name": null, "role": "AXImage", "description": "", "role_description": "image", "value": null, "position": "-391.00;-244.00", "size": "16;21", "children": []}, {"name": null, "role": "AXImage", "description": "", "role_description": "image", "value": null, "position": "-391.00;-244.00", "size": "9;21", "children": []}]}, {"name": null, "role": "AXRow", "description": "JavaScript", "role_description": "row", "value": 0, "position": "19.00;-145.00", "size": "251;25", "children": [{"name": null, "role": "AXStaticText", "description": "JavaScript", "role_description": "text", "value": "JavaScript", "position": "-391.00;-244.00", "size": "211;21", "children": []}, {"name": null, "role": "AXImage", "description": "", "role_description": "image", "value": null, "position": "-391.00;-244.00", "size": "16;21", "children": []}, {"name": null, "role": "AXImage", "description": "", "role_description": "image", "value": null, "position": "-391.00;-244.00", "size": "9;21", "children": []}]}, {"name": null, "role": "AXRow", "description": "Jupyter", "role_description": "row", "value": 0, "position": "19.00;-120.00", "size": "251;25", "children": [{"name": null, "role": "AXStaticText", "description": "Jupyter", "role_description": "text", "value": "Jupyter", "position": "-391.00;-244.00", "size": "211;21", "children": []}, {"name": null, "role": "AXImage", "description": "", "role_description": "image", "value": null, "position": "-391.00;-244.00", "size": "16;21", "children": []}, {"name": null, "role": "AXImage", "description": "", "role_description": "image", "value": null, "position": "-391.00;-244.00", "size": "9;21", "children": []}]}, {"name": null, "role": "AXRow", "description": "Markdown", "role_description": "row", "value": 0, "position": "19.00;-95.00", "size": "251;25", "children": [{"name": null, "role": "AXStaticText", "description": "Markdown", "role_description": "text", "value": "Markdown", "position": "-391.00;-244.00", "size": "211;21", "children": []}, {"name": null, "role": "AXImage", "description": "", "role_description": "image", "value": null, "position": "-391.00;-244.00", "size": "16;21", "children": []}, {"name": null, "role": "AXImage", "description": "", "role_description": "image", "value": null, "position": "-391.00;-244.00", "size": "9;21", "children": []}]}, {"name": null, "role": "AXRow", "description": "ReStructured text", "role_description": "row", "value": 0, "position": "19.00;-70.00", "size": "251;25", "children": [{"name": null, "role": "AXStaticText", "description": "ReStructured text", "role_description": "text", "value": "ReStructured text", "position": "-391.00;-244.00", "size": "211;21", "children": []}, {"name": null, "role": "AXImage", "description": "", "role_description": "image", "value": null, "position": "-391.00;-244.00", "size": "16;21", "children": []}, {"name": null, "role": "AXImage", "description": "", "role_description": "image", "value": null, "position": "-391.00;-244.00", "size": "9;21", "children": []}]}, {"name": null, "role": "AXRow", "description": "Schemas and DTDs", "role_description": "row", "value": 0, "position": "19.00;-45.00", "size": "251;25", "children": [{"name": null, "role": "AXStaticText", "description": "Remote JSON Schemas", "role_description": "text", "value": "Remote JSON Schemas", "position": "-391.00;-244.00", "size": "211;21", "children": []}, {"name": null, "role": "AXImage", "description": "", "role_description": "image", "value": null, "position": "-391.00;-244.00", "size": "16;21", "children": []}, {"name": null, "role": "AXImage", "description": "", "role_description": "image", "value": null, "position": "-391.00;-244.00", "size": "9;21", "children": []}]}, {"name": null, "role": "AXRow", "description": "Default XML Schemas", "role_description": "row", "value": 0, "position": "35.00;-20.00", "size": "235;25", "children": [{"name": null, "role": "AXStaticText", "description": "Default XML Schemas", "role_description": "text", "value": "Default XML Schemas", "position": "-391.00;-244.00", "size": "211;21", "children": []}, {"name": null, "role": "AXImage", "description": "", "role_description": "image", "value": null, "position": "-391.00;-244.00", "size": "16;21", "children": []}, {"name": null, "role": "AXImage", "description": "", "role_description": "image", "value": null, "position": "-391.00;-244.00", "size": "9;21", "children": []}]}, {"name": null, "role": "AXRow", "description": "XML Catalog", "role_description": "row", "value": 0, "position": "35.00;5.00", "size": "235;25", "children": [{"name": null, "role": "AXStaticText", "description": "XML Catalog", "role_description": "text", "value": "XML Catalog", "position": "-391.00;-244.00", "size": "211;21", "children": []}, {"name": null, "role": "AXImage", "description": "", "role_description": "image", "value": null, "position": "-391.00;-244.00", "size": "16;21", "children": []}, {"name": null, "role": "AXImage", "description": "", "role_description": "image", "value": null, "position": "-391.00;-244.00", "size": "9;21", "children": []}]}, {"name": null, "role": "AXRow", "description": "JSON Schema Mappings", "role_description": "row", "value": 0, "position": "35.00;30.00", "size": "235;25", "children": [{"name": null, "role": "AXStaticText", "description": "JSON Schema Mappings", "role_description": "text", "value": "JSON Schema Mappings", "position": "-391.00;-244.00", "size": "211;21", "children": []}, {"name": null, "role": "AXImage", "description": "", "role_description": "image", "value": null, "position": "-391.00;-244.00", "size": "16;21", "children": []}, {"name": null, "role": "AXImage", "description": "", "role_description": "image", "value": null, "position": "-391.00;-244.00", "size": "9;21", "children": []}]}, {"name": null, "role": "AXRow", "description": "Remote JSON Schemas", "role_description": "row", "value": 0, "position": "35.00;55.00", "size": "235;25", "children": [{"name": null, "role": "AXStaticText", "description": "Remote JSON Schemas", "role_description": "text", "value": "Remote JSON Schemas", "position": "-391.00;-244.00", "size": "211;21", "children": []}, {"name": null, "role": "AXImage", "description": "", "role_description": "image", "value": null, "position": "-391.00;-244.00", "size": "16;21", "children": []}, {"name": null, "role": "AXImage", "description": "", "role_description": "image", "value": null, "position": "-391.00;-244.00", "size": "9;21", "children": []}]}, {"name": null, "role": "AXRow", "description": "TypeScript", "role_description": "row", "value": 0, "position": "19.00;80.00", "size": "251;25", "children": [{"name": null, "role": "AXStaticText", "description": "TypeScript", "role_description": "text", "value": "TypeScript", "position": "-391.00;-244.00", "size": "211;21", "children": []}, {"name": null, "role": "AXImage", "description": "", "role_description": "image", "value": null, "position": "-391.00;-244.00", "size": "16;21", "children": []}, {"name": null, "role": "AXImage", "description": "", "role_description": "image", "value": null, "position": "-391.00;-244.00", "size": "9;21", "children": []}]}, {"name": null, "role": "AXRow", "description": "Tools", "role_description": "row", "value": 0, "position": "3.00;105.00", "size": "267;25", "children": [{"name": null, "role": "AXStaticText", "description": "Tasks", "role_description": "text", "value": "Tasks", "position": "-391.00;-244.00", "size": "211;21", "children": []}, {"name": null, "role": "AXImage", "description": "", "role_description": "image", "value": null, "position": "-391.00;-244.00", "size": "16;21", "children": []}, {"name": null, "role": "AXImage", "description": "", "role_description": "image", "value": null, "position": "-391.00;-244.00", "size": "9;21", "children": []}]}, {"name": null, "role": "AXRow", "description": "Qodana", "role_description": "row", "value": 0, "position": "19.00;130.00", "size": "251;25", "children": [{"name": null, "role": "AXStaticText", "description": "Qodana", "role_description": "text", "value": "Qodana", "position": "-391.00;-244.00", "size": "211;21", "children": []}, {"name": null, "role": "AXImage", "description": "", "role_description": "image", "value": null, "position": "-391.00;-244.00", "size": "16;21", "children": []}, {"name": null, "role": "AXImage", "description": "", "role_description": "image", "value": null, "position": "-391.00;-244.00", "size": "9;21", "children": []}]}, {"name": null, "role": "AXRow", "description": "Actions on Save", "role_description": "row", "value": 0, "position": "19.00;155.00", "size": "251;25", "children": [{"name": null, "role": "AXStaticText", "description": "Actions on Save", "role_description": "text", "value": "Actions on Save", "position": "-391.00;-244.00", "size": "211;21", "children": []}, {"name": null, "role": "AXImage", "description": "", "role_description": "image", "value": null, "position": "-391.00;-244.00", "size": "16;21", "children": []}, {"name": null, "role": "AXImage", "description": "", "role_description": "image", "value": null, "position": "-391.00;-244.00", "size": "9;21", "children": []}]}, {"name": null, "role": "AXRow", "description": "Web Browsers and Preview", "role_description": "row", "value": 0, "position": "19.00;180.00", "size": "251;25", "children": [{"name": null, "role": "AXStaticText", "description": "Web Browsers and Preview", "role_description": "text", "value": "Web Browsers and Preview", "position": "-391.00;-244.00", "size": "211;21", "children": []}, {"name": null, "role": "AXImage", "description": "", "role_description": "image", "value": null, "position": "-391.00;-244.00", "size": "16;21", "children": []}, {"name": null, "role": "AXImage", "description": "", "role_description": "image", "value": null, "position": "-391.00;-244.00", "size": "9;21", "children": []}]}, {"name": null, "role": "AXRow", "description": "External Tools", "role_description": "row", "value": 0, "position": "19.00;205.00", "size": "251;25", "children": [{"name": null, "role": "AXStaticText", "description": "External Tools", "role_description": "text", "value": "External Tools", "position": "-391.00;-244.00", "size": "211;21", "children": []}, {"name": null, "role": "AXImage", "description": "", "role_description": "image", "value": null, "position": "-391.00;-244.00", "size": "16;21", "children": []}, {"name": null, "role": "AXImage", "description": "", "role_description": "image", "value": null, "position": "-391.00;-244.00", "size": "9;21", "children": []}]}, {"name": null, "role": "AXRow", "description": "Terminal", "role_description": "row", "value": 0, "position": "19.00;230.00", "size": "251;25", "children": [{"name": null, "role": "AXStaticText", "description": "Terminal", "role_description": "text", "value": "Terminal", "position": "-391.00;-244.00", "size": "211;21", "children": []}, {"name": null, "role": "AXImage", "description": "", "role_description": "image", "value": null, "position": "-391.00;-244.00", "size": "16;21", "children": []}, {"name": null, "role": "AXImage", "description": "", "role_description": "image", "value": null, "position": "-391.00;-244.00", "size": "9;21", "children": []}]}, {"name": null, "role": "AXRow", "description": "AI Assistant", "role_description": "row", "value": 0, "position": "19.00;255.00", "size": "251;25", "children": [{"name": null, "role": "AXStaticText", "description": "AI Assistant", "role_description": "text", "value": "AI Assistant", "position": "-391.00;-244.00", "size": "211;21", "children": []}, {"name": null, "role": "AXImage", "description": "", "role_description": "image", "value": null, "position": "-391.00;-244.00", "size": "16;21", "children": []}, {"name": null, "role": "AXImage", "description": "", "role_description": "image", "value": null, "position": "-391.00;-244.00", "size": "9;21", "children": []}]}, {"name": null, "role": "AXRow", "description": "Black", "role_description": "row", "value": 0, "position": "19.00;280.00", "size": "251;25", "children": [{"name": null, "role": "AXStaticText", "description": "Black", "role_description": "text", "value": "Black", "position": "-391.00;-244.00", "size": "211;21", "children": []}, {"name": null, "role": "AXImage", "description": "", "role_description": "image", "value": null, "position": "-391.00;-244.00", "size": "16;21", "children": []}, {"name": null, "role": "AXImage", "description": "", "role_description": "image", "value": null, "position": "-391.00;-244.00", "size": "9;21", "children": []}]}, {"name": null, "role": "AXRow", "description": "Code With Me", "role_description": "row", "value": 0, "position": "19.00;305.00", "size": "251;25", "children": [{"name": null, "role": "AXStaticText", "description": "Code With Me", "role_description": "text", "value": "Code With Me", "position": "-391.00;-244.00", "size": "211;21", "children": []}, {"name": null, "role": "AXImage", "description": "", "role_description": "image", "value": null, "position": "-391.00;-244.00", "size": "16;21", "children": []}, {"name": null, "role": "AXImage", "description": "", "role_description": "image", "value": null, "position": "-391.00;-244.00", "size": "9;21", "children": []}]}, {"name": null, "role": "AXRow", "description": "Database", "role_description": "row", "value": 0, "position": "19.00;330.00", "size": "251;25", "children": [{"name": null, "role": "AXStaticText", "description": "Database", "role_description": "text", "value": "Database", "position": "-391.00;-244.00", "size": "211;21", "children": []}, {"name": null, "role": "AXImage", "description": "", "role_description": "image", "value": null, "position": "-391.00;-244.00", "size": "16;21", "children": []}, {"name": null, "role": "AXImage", "description": "", "role_description": "image", "value": null, "position": "-391.00;-244.00", "size": "9;21", "children": []}]}, {"name": null, "role": "AXRow", "description": "Diff & Merge", "role_description": "row", "value": 0, "position": "19.00;355.00", "size": "251;25", "children": [{"name": null, "role": "AXStaticText", "description": "External Diff Tools", "role_description": "text", "value": "External Diff Tools", "position": "-391.00;-244.00", "size": "211;21", "children": []}, {"name": null, "role": "AXImage", "description": "", "role_description": "image", "value": null, "position": "-391.00;-244.00", "size": "16;21", "children": []}, {"name": null, "role": "AXImage", "description": "", "role_description": "image", "value": null, "position": "-391.00;-244.00", "size": "9;21", "children": []}]}, {"name": null, "role": "AXRow", "description": "External Diff Tools", "role_description": "row", "value": 0, "position": "35.00;380.00", "size": "235;25", "children": [{"name": null, "role": "AXStaticText", "description": "External Diff Tools", "role_description": "text", "value": "External Diff Tools", "position": "-391.00;-244.00", "size": "211;21", "children": []}, {"name": null, "role": "AXImage", "description": "", "role_description": "image", "value": null, "position": "-391.00;-244.00", "size": "16;21", "children": []}, {"name": null, "role": "AXImage", "description": "", "role_description": "image", "value": null, "position": "-391.00;-244.00", "size": "9;21", "children": []}]}, {"name": null, "role": "AXRow", "description": "Features Suggester", "role_description": "row", "value": 0, "position": "19.00;405.00", "size": "251;25", "children": [{"name": null, "role": "AXStaticText", "description": "Features Suggester", "role_description": "text", "value": "Features Suggester", "position": "-391.00;-244.00", "size": "211;21", "children": []}, {"name": null, "role": "AXImage", "description": "", "role_description": "image", "value": null, "position": "-391.00;-244.00", "size": "16;21", "children": []}, {"name": null, "role": "AXImage", "description": "", "role_description": "image", "value": null, "position": "-391.00;-244.00", "size": "9;21", "children": []}]}, {"name": null, "role": "AXRow", "description": "Features Trainer", "role_description": "row", "value": 0, "position": "19.00;430.00", "size": "251;25", "children": [{"name": null, "role": "AXStaticText", "description": "Features Trainer", "role_description": "text", "value": "Features Trainer", "position": "-391.00;-244.00", "size": "211;21", "children": []}, {"name": null, "role": "AXImage", "description": "", "role_description": "image", "value": null, "position": "-391.00;-244.00", "size": "16;21", "children": []}, {"name": null, "role": "AXImage", "description": "", "role_description": "image", "value": null, "position": "-391.00;-244.00", "size": "9;21", "children": []}]}, {"name": null, "role": "AXRow", "description": "Python External Documentation", "role_description": "row", "value": 0, "position": "19.00;455.00", "size": "251;25", "children": [{"name": null, "role": "AXStaticText", "description": "Python External Documentation", "role_description": "text", "value": "Python External Documentation", "position": "-391.00;-244.00", "size": "211;21", "children": []}, {"name": null, "role": "AXImage", "description": "", "role_description": "image", "value": null, "position": "-391.00;-244.00", "size": "16;21", "children": []}, {"name": null, "role": "AXImage", "description": "", "role_description": "image", "value": null, "position": "-391.00;-244.00", "size": "9;21", "children": []}]}, {"name": null, "role": "AXRow", "description": "Python Integrated Tools", "role_description": "row", "value": 0, "position": "19.00;480.00", "size": "251;25", "children": [{"name": null, "role": "AXStaticText", "description": "Python Integrated Tools", "role_description": "text", "value": "Python Integrated Tools", "position": "-391.00;-244.00", "size": "211;21", "children": []}, {"name": null, "role": "AXImage", "description": "", "role_description": "image", "value": null, "position": "-391.00;-244.00", "size": "16;21", "children": []}, {"name": null, "role": "AXImage", "description": "", "role_description": "image", "value": null, "position": "-391.00;-244.00", "size": "9;21", "children": []}]}, {"name": null, "role": "AXRow", "description": "Remote SSH", "role_description": "row", "value": 0, "position": "19.00;505.00", "size": "251;25", "children": [{"name": null, "role": "AXStaticText", "description": "Remote SSH", "role_description": "text", "value": "Remote SSH", "position": "-391.00;-244.00", "size": "211;21", "children": []}, {"name": null, "role": "AXImage", "description": "", "role_description": "image", "value": null, "position": "-391.00;-244.00", "size": "16;21", "children": []}, {"name": null, "role": "AXImage", "description": "", "role_description": "image", "value": null, "position": "-391.00;-244.00", "size": "9;21", "children": []}]}, {"name": null, "role": "AXRow", "description": "Server Certificates", "role_description": "row", "value": 0, "position": "19.00;530.00", "size": "251;25", "children": [{"name": null, "role": "AXStaticText", "description": "Server Certificates", "role_description": "text", "value": "Server Certificates", "position": "-391.00;-244.00", "size": "211;21", "children": []}, {"name": null, "role": "AXImage", "description": "", "role_description": "image", "value": null, "position": "-391.00;-244.00", "size": "16;21", "children": []}, {"name": null, "role": "AXImage", "description": "", "role_description": "image", "value": null, "position": "-391.00;-244.00", "size": "9;21", "children": []}]}, {"name": null, "role": "AXRow", "description": "Shared Indexes", "role_description": "row", "value": 0, "position": "19.00;555.00", "size": "251;25", "children": [{"name": null, "role": "AXStaticText", "description": "Shared Indexes", "role_description": "text", "value": "Shared Indexes", "position": "-391.00;-244.00", "size": "211;21", "children": []}, {"name": null, "role": "AXImage", "description": "", "role_description": "image", "value": null, "position": "-391.00;-244.00", "size": "16;21", "children": []}, {"name": null, "role": "AXImage", "description": "", "role_description": "image", "value": null, "position": "-391.00;-244.00", "size": "9;21", "children": []}]}, {"name": null, "role": "AXRow", "description": "Startup Tasks", "role_description": "row", "value": 0, "position": "19.00;580.00", "size": "251;25", "children": [{"name": null, "role": "AXStaticText", "description": "Startup Tasks", "role_description": "text", "value": "Startup Tasks", "position": "-391.00;-244.00", "size": "211;21", "children": []}, {"name": null, "role": "AXImage", "description": "", "role_description": "image", "value": null, "position": "-391.00;-244.00", "size": "16;21", "children": []}, {"name": null, "role": "AXImage", "description": "", "role_description": "image", "value": null, "position": "-391.00;-244.00", "size": "9;21", "children": []}]}, {"name": null, "role": "AXRow", "description": "Tasks", "role_description": "row", "value": 0, "position": "19.00;605.00", "size": "251;25", "children": [{"name": null, "role": "AXStaticText", "description": "Tasks", "role_description": "text", "value": "Tasks", "position": "-391.00;-244.00", "size": "211;21", "children": []}, {"name": null, "role": "AXImage", "description": "", "role_description": "image", "value": null, "position": "-391.00;-244.00", "size": "16;21", "children": []}, {"name": null, "role": "AXImage", "description": "", "role_description": "image", "value": null, "position": "-391.00;-244.00", "size": "9;21", "children": []}]}, {"name": null, "role": "AXRow", "description": "Settings Sync", "role_description": "row", "value": 0, "position": "3.00;630.00", "size": "267;25", "children": [{"name": null, "role": "AXStaticText", "description": "Settings Sync", "role_description": "text", "value": "Settings Sync", "position": "-391.00;-244.00", "size": "211;21", "children": []}, {"name": null, "role": "AXImage", "description": "", "role_description": "image", "value": null, "position": "-391.00;-244.00", "size": "16;21", "children": []}, {"name": null, "role": "AXImage", "description": "", "role_description": "image", "value": null, "position": "-391.00;-244.00", "size": "9;21", "children": []}]}, {"name": null, "role": "AXRow", "description": "Advanced Settings", "role_description": "row", "value": 0, "position": "3.00;655.00", "size": "267;25", "children": [{"name": null, "role": "AXStaticText", "description": "Advanced Settings", "role_description": "text", "value": "Advanced Settings", "position": "-391.00;-244.00", "size": "211;21", "children": []}, {"name": null, "role": "AXImage", "description": "", "role_description": "image", "value": null, "position": "-391.00;-244.00", "size": "16;21", "children": []}, {"name": null, "role": "AXImage", "description": "", "role_description": "image", "value": null, "position": "-391.00;-244.00", "size": "9;21", "children": []}]}]}]}, {"name": null, "role": "AXButton", "description": "Tools", "role_description": "button", "value": null, "position": "-391.00;-244.00", "size": "0;0", "children": []}, {"name": null, "role": "AXButton", "description": "Features Suggester", "role_description": "button", "value": null, "position": "-391.00;-244.00", "size": "0;0", "children": []}, {"name": null, "role": "AXButton", "description": null, "role_description": "button", "value": null, "position": "-391.00;-244.00", "size": "0;0", "children": []}, {"name": null, "role": "AXButton", "description": null, "role_description": "button", "value": null, "position": "-391.00;-244.00", "size": "0;0", "children": []}, {"name": null, "role": "AXImage", "description": "", "role_description": "image", "value": null, "position": "-391.00;-244.00", "size": "9;9", "children": []}, {"name": null, "role": "AXImage", "description": null, "role_description": "image", "value": null, "position": "484.00;45.00", "size": "16;16", "children": []}, {"name": null, "role": "AXLink", "description": "Revert changes", "role_description": "link", "value": null, "position": "-391.00;-244.00", "size": "0;0", "children": []}, {"name": null, "role": "AXGroup", "description": "Action Toolbar", "role_description": "group", "value": 0, "position": "916.00;37.00", "size": "66;34", "children": [{"name": null, "role": "AXButton", "description": "Back", "role_description": "button", "value": null, "position": "923.00;42.00", "size": "26;24", "children": []}, {"name": null, "role": "AXButton", "description": "Forward", "role_description": "button", "value": null, "position": "949.00;42.00", "size": "26;24", "children": []}]}, {"name": null, "role": "AXStaticText", "description": "", "role_description": "text", "value": "", "position": "-391.00;-244.00", "size": "0;0", "children": []}, {"name": null, "role": "AXScrollArea", "description": null, "role_description": "scroll area", "value": 0, "position": "-391.00;-244.00", "size": "711;600", "children": [{"name": null, "role": "AXScrollBar", "description": null, "role_description": "scroll bar", "value": 0, "position": "-391.00;-244.00", "size": "14;600", "children": []}, {"name": null, "role": "AXScrollBar", "description": null, "role_description": "scroll bar", "value": 0, "position": "-391.00;-244.00", "size": "0;0", "children": []}, {"name": null, "role": "AXStaticText", "description": "Theme:", "role_description": "text", "value": "Theme:", "position": "-391.00;-244.00", "size": "46;17", "children": []}, {"name": null, "role": "AXPopUpButton", "description": "Theme:", "role_description": "pop up button", "value": "LafReference(name=Dark, themeId=ExperimentalDark)", "position": "-391.00;-244.00", "size": "206;34", "children": [{"name": null, "role": "AXPopUpButton", "description": null, "role_description": "pop up button", "value": null, "position": "-391.00;-244.00", "size": "0;0", "children": []}]}, {"name": null, "role": "AXCheckBox", "description": "Sync with OS", "role_description": "checkbox", "value": 0, "position": "-391.00;-244.00", "size": "110;25", "children": []}, {"name": null, "role": "AXGroup", "description": "Action Toolbar", "role_description": "group", "value": 0, "position": "-391.00;-244.00", "size": "40;34", "children": [{"name": null, "role": "AXButton", "description": "Preferred Theme and Editor Color Scheme", "role_description": "button", "value": null, "position": "-391.00;-244.00", "size": "26;24", "children": []}]}, {"name": null, "role": "AXStaticText", "description": "Editor color scheme:", "role_description": "text", "value": "Editor color scheme:", "position": "-391.00;-244.00", "size": "126;17", "children": []}, {"name": null, "role": "AXPopUpButton", "description": null, "role_description": "pop up button", "value": "Dark Theme default", "position": "-391.00;-244.00", "size": "200;34", "children": [{"name": null, "role": "AXPopUpButton", "description": null, "role_description": "pop up button", "value": null, "position": "-391.00;-244.00", "size": "0;0", "children": []}]}, {"name": null, "role": "AXTextField", "description": null, "role_description": "text field", "value": "", "position": "-391.00;-244.00", "size": "200;34", "children": []}, {"name": null, "role": "AXGroup", "description": "Action Toolbar", "role_description": "group", "value": 0, "position": "-391.00;-244.00", "size": "26;34", "children": [{"name": null, "role": "AXButton", "description": "Show Scheme Actions", "role_description": "button", "value": null, "position": "-391.00;-244.00", "size": "26;24", "children": []}]}, {"name": null, "role": "AXStaticText", "description": "", "role_description": "text", "value": "", "position": "-391.00;-244.00", "size": "0;0", "children": []}, {"name": null, "role": "AXStaticText", "description": "Accessibility", "role_description": "text", "value": "Accessibility", "position": "-391.00;-244.00", "size": "77;17", "children": []}, {"name": null, "role": "AXStaticText", "description": "Zoom:", "role_description": "text", "value": "Zoom:", "position": "-391.00;-244.00", "size": "39;17", "children": []}, {"name": null, "role": "AXComboBox", "description": "Zoom:", "role_description": "combo box", "value": "100%", "position": "-391.00;-244.00", "size": "91;34", "children": [{"name": null, "role": "AXPopUpButton", "description": null, "role_description": "pop up button", "value": null, "position": "-391.00;-244.00", "size": "0;0", "children": [{"name": null, "role": "AXMenuItem", "description": null, "role_description": "menu item", "value": null, "position": "-391.00;-244.00", "size": "0;0", "children": [{"name": null, "role": "AXList", "description": "list", "role_description": "list", "value": 0, "position": "-391.00;-244.00", "size": "0;0", "children": [{"name": null, "role": "AXRow", "description": "70%", "role_description": "row", "value": 0, "position": "-391.00;-244.00", "size": "0;24", "children": [{"name": null, "role": "AXStaticText", "description": "70%", "role_description": "text", "value": 0, "position": "-391.00;-244.00", "size": "0;24", "children": [{"name": null, "role": "AXStaticText", "description": "70%", "role_description": "text", "value": "70%", "position": "-391.00;-244.00", "size": "37;21", "children": []}]}]}, {"name": null, "role": "AXRow", "description": "80%", "role_description": "row", "value": 0, "position": "-391.00;-244.00", "size": "0;24", "children": [{"name": null, "role": "AXStaticText", "description": "80%", "role_description": "text", "value": 0, "position": "-391.00;-244.00", "size": "0;24", "children": [{"name": null, "role": "AXStaticText", "description": "80%", "role_description": "text", "value": "80%", "position": "-391.00;-244.00", "size": "37;21", "children": []}]}]}, {"name": null, "role": "AXRow", "description": "90%", "role_description": "row", "value": 0, "position": "-391.00;-244.00", "size": "0;24", "children": [{"name": null, "role": "AXStaticText", "description": "90%", "role_description": "text", "value": 0, "position": "-391.00;-244.00", "size": "0;24", "children": [{"name": null, "role": "AXStaticText", "description": "90%", "role_description": "text", "value": "90%", "position": "-391.00;-244.00", "size": "37;21", "children": []}]}]}, {"name": null, "role": "AXRow", "description": "100%", "role_description": "row", "value": 0, "position": "-391.00;-244.00", "size": "0;24", "children": [{"name": null, "role": "AXStaticText", "description": "100%", "role_description": "text", "value": 0, "position": "-391.00;-244.00", "size": "0;24", "children": [{"name": null, "role": "AXStaticText", "description": "100%", "role_description": "text", "value": "100%", "position": "-391.00;-244.00", "size": "37;21", "children": []}]}]}, {"name": null, "role": "AXRow", "description": "110%", "role_description": "row", "value": 0, "position": "-391.00;-244.00", "size": "0;24", "children": [{"name": null, "role": "AXStaticText", "description": "110%", "role_description": "text", "value": 0, "position": "-391.00;-244.00", "size": "0;24", "children": [{"name": null, "role": "AXStaticText", "description": "110%", "role_description": "text", "value": "110%", "position": "-391.00;-244.00", "size": "37;21", "children": []}]}]}, {"name": null, "role": "AXRow", "description": "125%", "role_description": "row", "value": 0, "position": "-391.00;-244.00", "size": "0;24", "children": [{"name": null, "role": "AXStaticText", "description": "125%", "role_description": "text", "value": 0, "position": "-391.00;-244.00", "size": "0;24", "children": [{"name": null, "role": "AXStaticText", "description": "125%", "role_description": "text", "value": "125%", "position": "-391.00;-244.00", "size": "37;21", "children": []}]}]}, {"name": null, "role": "AXRow", "description": "150%", "role_description": "row", "value": 0, "position": "-391.00;-244.00", "size": "0;24", "children": [{"name": null, "role": "AXStaticText", "description": "150%", "role_description": "text", "value": 0, "position": "-391.00;-244.00", "size": "0;24", "children": [{"name": null, "role": "AXStaticText", "description": "150%", "role_description": "text", "value": "150%", "position": "-391.00;-244.00", "size": "37;21", "children": []}]}]}, {"name": null, "role": "AXRow", "description": "175%", "role_description": "row", "value": 0, "position": "-391.00;-244.00", "size": "0;24", "children": [{"name": null, "role": "AXStaticText", "description": "175%", "role_description": "text", "value": 0, "position": "-391.00;-244.00", "size": "0;24", "children": [{"name": null, "role": "AXStaticText", "description": "175%", "role_description": "text", "value": "175%", "position": "-391.00;-244.00", "size": "37;21", "children": []}]}]}, {"name": null, "role": "AXRow", "description": "200%", "role_description": "row", "value": 0, "position": "-391.00;-244.00", "size": "0;24", "children": [{"name": null, "role": "AXStaticText", "description": "200%", "role_description": "text", "value": 0, "position": "-391.00;-244.00", "size": "0;24", "children": [{"name": null, "role": "AXStaticText", "description": "200%", "role_description": "text", "value": "200%", "position": "-391.00;-244.00", "size": "37;21", "children": []}]}]}]}, {"name": null, "role": "AXScrollBar", "description": null, "role_description": "scroll bar", "value": 0, "position": "-391.00;-244.00", "size": "0;0", "children": []}]}]}, {"name": null, "role": "AXTextField", "description": "Zoom:", "role_description": "text field", "value": "100%", "position": "-391.00;-244.00", "size": "42;17", "children": []}]}, {"name": null, "role": "AXTextField", "description": "text/html", "role_description": "text field", "value": "\nChange with ⌃⌥= or ⌃⌥-. Set to 100% with ⌃⌥0", "position": "-391.00;-244.00", "size": "285;15", "children": [{"name": null, "role": "AXTextField", "description": "text/html", "role_description": "text field", "value": null, "position": "-391.00;-244.00", "size": "0;0", "children": []}, {"name": null, "role": "AXTextField", "description": "text/html", "role_description": "text field", "value": null, "position": "-391.00;-244.00", "size": "285;15", "children": []}, {"name": null, "role": "AXTextField", "description": "text/html", "role_description": "text field", "value": null, "position": "-391.00;-244.00", "size": "0;15", "children": []}]}, {"name": null, "role": "AXLink", "description": "Reset to default", "role_description": "link", "value": null, "position": "-391.00;-244.00", "size": "0;0", "children": []}, {"name": null, "role": "AXCheckBox", "description": "Use custom font:", "role_description": "checkbox", "value": 0, "position": "-391.00;-244.00", "size": "133;25", "children": []}, {"name": null, "role": "AXPopUpButton", "description": "Font:", "role_description": "pop up button", "value": "Inter", "position": "-391.00;-244.00", "size": "272;34", "children": [{"name": null, "role": "AXPopUpButton", "description": null, "role_description": "pop up button", "value": null, "position": "-391.00;-244.00", "size": "0;0", "children": []}]}, {"name": null, "role": "AXStaticText", "description": "Size:", "role_description": "text", "value": "Size:", "position": "-391.00;-244.00", "size": "30;17", "children": []}, {"name": null, "role": "AXComboBox", "description": "Size:", "role_description": "combo box", "value": null, "position": "-391.00;-244.00", "size": "83;34", "children": [{"name": null, "role": "AXPopUpButton", "description": null, "role_description": "pop up button", "value": null, "position": "-391.00;-244.00", "size": "0;0", "children": [{"name": null, "role": "AXMenuItem", "description": null, "role_description": "menu item", "value": null, "position": "-391.00;-244.00", "size": "0;0", "children": [{"name": null, "role": "AXList", "description": "list", "role_description": "list", "value": 0, "position": "-391.00;-244.00", "size": "0;0", "children": [{"name": null, "role": "AXRow", "description": "8", "role_description": "row", "value": 0, "position": "-391.00;-244.00", "size": "0;24", "children": [{"name": null, "role": "AXStaticText", "description": "8", "role_description": "text", "value": 0, "position": "-391.00;-244.00", "size": "0;24", "children": [{"name": null, "role": "AXStaticText", "description": "8", "role_description": "text", "value": "8", "position": "-391.00;-244.00", "size": "18;21", "children": []}]}]}, {"name": null, "role": "AXRow", "description": "9", "role_description": "row", "value": 0, "position": "-391.00;-244.00", "size": "0;24", "children": [{"name": null, "role": "AXStaticText", "description": "9", "role_description": "text", "value": 0, "position": "-391.00;-244.00", "size": "0;24", "children": [{"name": null, "role": "AXStaticText", "description": "9", "role_description": "text", "value": "9", "position": "-391.00;-244.00", "size": "18;21", "children": []}]}]}, {"name": null, "role": "AXRow", "description": "10", "role_description": "row", "value": 0, "position": "-391.00;-244.00", "size": "0;24", "children": [{"name": null, "role": "AXStaticText", "description": "10", "role_description": "text", "value": 0, "position": "-391.00;-244.00", "size": "0;24", "children": [{"name": null, "role": "AXStaticText", "description": "10", "role_description": "text", "value": "10", "position": "-391.00;-244.00", "size": "18;21", "children": []}]}]}, {"name": null, "role": "AXRow", "description": "11", "role_description": "row", "value": 0, "position": "-391.00;-244.00", "size": "0;24", "children": [{"name": null, "role": "AXStaticText", "description": "11", "role_description": "text", "value": 0, "position": "-391.00;-244.00", "size": "0;24", "children": [{"name": null, "role": "AXStaticText", "description": "11", "role_description": "text", "value": "11", "position": "-391.00;-244.00", "size": "18;21", "children": []}]}]}, {"name": null, "role": "AXRow", "description": "12", "role_description": "row", "value": 0, "position": "-391.00;-244.00", "size": "0;24", "children": [{"name": null, "role": "AXStaticText", "description": "12", "role_description": "text", "value": 0, "position": "-391.00;-244.00", "size": "0;24", "children": [{"name": null, "role": "AXStaticText", "description": "12", "role_description": "text", "value": "12", "position": "-391.00;-244.00", "size": "18;21", "children": []}]}]}, {"name": null, "role": "AXRow", "description": "14", "role_description": "row", "value": 0, "position": "-391.00;-244.00", "size": "0;24", "children": [{"name": null, "role": "AXStaticText", "description": "14", "role_description": "text", "value": 0, "position": "-391.00;-244.00", "size": "0;24", "children": [{"name": null, "role": "AXStaticText", "description": "14", "role_description": "text", "value": "14", "position": "-391.00;-244.00", "size": "18;21", "children": []}]}]}, {"name": null, "role": "AXRow", "description": "16", "role_description": "row", "value": 0, "position": "-391.00;-244.00", "size": "0;24", "children": [{"name": null, "role": "AXStaticText", "description": "16", "role_description": "text", "value": 0, "position": "-391.00;-244.00", "size": "0;24", "children": [{"name": null, "role": "AXStaticText", "description": "16", "role_description": "text", "value": "16", "position": "-391.00;-244.00", "size": "18;21", "children": []}]}]}, {"name": null, "role": "AXRow", "description": "18", "role_description": "row", "value": 0, "position": "-391.00;-244.00", "size": "0;24", "children": [{"name": null, "role": "AXStaticText", "description": "18", "role_description": "text", "value": 0, "position": "-391.00;-244.00", "size": "0;24", "children": [{"name": null, "role": "AXStaticText", "description": "18", "role_description": "text", "value": "18", "position": "-391.00;-244.00", "size": "18;21", "children": []}]}]}, {"name": null, "role": "AXRow", "description": "20", "role_description": "row", "value": 0, "position": "-391.00;-244.00", "size": "0;24", "children": [{"name": null, "role": "AXStaticText", "description": "20", "role_description": "text", "value": 0, "position": "-391.00;-244.00", "size": "0;24", "children": [{"name": null, "role": "AXStaticText", "description": "20", "role_description": "text", "value": "20", "position": "-391.00;-244.00", "size": "18;21", "children": []}]}]}, {"name": null, "role": "AXRow", "description": "22", "role_description": "row", "value": 0, "position": "-391.00;-244.00", "size": "0;24", "children": [{"name": null, "role": "AXStaticText", "description": "22", "role_description": "text", "value": 0, "position": "-391.00;-244.00", "size": "0;24", "children": [{"name": null, "role": "AXStaticText", "description": "22", "role_description": "text", "value": "22", "position": "-391.00;-244.00", "size": "18;21", "children": []}]}]}, {"name": null, "role": "AXRow", "description": "24", "role_description": "row", "value": 0, "position": "-391.00;-244.00", "size": "0;24", "children": [{"name": null, "role": "AXStaticText", "description": "24", "role_description": "text", "value": 0, "position": "-391.00;-244.00", "size": "0;24", "children": [{"name": null, "role": "AXStaticText", "description": "24", "role_description": "text", "value": "24", "position": "-391.00;-244.00", "size": "18;21", "children": []}]}]}, {"name": null, "role": "AXRow", "description": "26", "role_description": "row", "value": 0, "position": "-391.00;-244.00", "size": "0;24", "children": [{"name": null, "role": "AXStaticText", "description": "26", "role_description": "text", "value": 0, "position": "-391.00;-244.00", "size": "0;24", "children": [{"name": null, "role": "AXStaticText", "description": "26", "role_description": "text", "value": "26", "position": "-391.00;-244.00", "size": "18;21", "children": []}]}]}, {"name": null, "role": "AXRow", "description": "28", "role_description": "row", "value": 0, "position": "-391.00;-244.00", "size": "0;24", "children": [{"name": null, "role": "AXStaticText", "description": "28", "role_description": "text", "value": 0, "position": "-391.00;-244.00", "size": "0;24", "children": [{"name": null, "role": "AXStaticText", "description": "28", "role_description": "text", "value": "28", "position": "-391.00;-244.00", "size": "18;21", "children": []}]}]}, {"name": null, "role": "AXRow", "description": "36", "role_description": "row", "value": 0, "position": "-391.00;-244.00", "size": "0;24", "children": [{"name": null, "role": "AXStaticText", "description": "36", "role_description": "text", "value": 0, "position": "-391.00;-244.00", "size": "0;24", "children": [{"name": null, "role": "AXStaticText", "description": "36", "role_description": "text", "value": "36", "position": "-391.00;-244.00", "size": "18;21", "children": []}]}]}, {"name": null, "role": "AXRow", "description": "48", "role_description": "row", "value": 0, "position": "-391.00;-244.00", "size": "0;24", "children": [{"name": null, "role": "AXStaticText", "description": "48", "role_description": "text", "value": 0, "position": "-391.00;-244.00", "size": "0;24", "children": [{"name": null, "role": "AXStaticText", "description": "48", "role_description": "text", "value": "48", "position": "-391.00;-244.00", "size": "18;21", "children": []}]}]}, {"name": null, "role": "AXRow", "description": "72", "role_description": "row", "value": 0, "position": "-391.00;-244.00", "size": "0;24", "children": [{"name": null, "role": "AXStaticText", "description": "72", "role_description": "text", "value": 0, "position": "-391.00;-244.00", "size": "0;24", "children": [{"name": null, "role": "AXStaticText", "description": "72", "role_description": "text", "value": "72", "position": "-391.00;-244.00", "size": "18;21", "children": []}]}]}]}, {"name": null, "role": "AXScrollBar", "description": null, "role_description": "scroll bar", "value": 0, "position": "-391.00;-244.00", "size": "0;0", "children": []}]}]}, {"name": null, "role": "AXTextField", "description": null, "role_description": "text field", "value": "13", "position": "-391.00;-244.00", "size": "34;17", "children": []}]}, {"name": null, "role": "AXCheckBox", "description": "Support screen readers", "role_description": "checkbox", "value": 0, "position": "-391.00;-244.00", "size": "173;25", "children": []}, {"name": null, "role": "AXTextField", "description": "text/html", "role_description": "text field", "value": "\nRequires restart", "position": "-391.00;-244.00", "size": "470;15", "children": [{"name": null, "role": "AXTextField", "description": "text/html", "role_description": "text field", "value": null, "position": "-391.00;-244.00", "size": "0;0", "children": []}, {"name": null, "role": "AXTextField", "description": "text/html", "role_description": "text field", "value": null, "position": "-391.00;-244.00", "size": "91;15", "children": []}, {"name": null, "role": "AXTextField", "description": "text/html", "role_description": "text field", "value": null, "position": "-391.00;-244.00", "size": "0;15", "children": []}]}, {"name": null, "role": "AXTextField", "description": "text/html", "role_description": "text field", "value": "\n⌃⇥ and ⌃⇧⇥ will navigate UI controls in dialogs and will not be available for switching editor tabs or other IDE actions. Tooltips on mouse hover will be disabled.", "position": "-391.00;-244.00", "size": "560;30", "children": [{"name": null, "role": "AXTextField", "description": "text/html", "role_description": "text field", "value": null, "position": "-391.00;-244.00", "size": "0;0", "children": []}, {"name": null, "role": "AXTextField", "description": "text/html", "role_description": "text field", "value": null, "position": "-391.00;-244.00", "size": "536;30", "children": []}, {"name": null, "role": "AXTextField", "description": "text/html", "role_description": "text field", "value": null, "position": "-391.00;-244.00", "size": "0;15", "children": []}]}, {"name": null, "role": "AXCheckBox", "description": "Use contrast scrollbars", "role_description": "checkbox", "value": 0, "position": "-391.00;-244.00", "size": "170;25", "children": []}, {"name": null, "role": "AXCheckBox", "description": "Adjust colors for red-green vision deficiency", "role_description": "checkbox", "value": 0, "position": "-391.00;-244.00", "size": "301;25", "children": []}, {"name": null, "role": "AXLink", "description": "How it works", "role_description": "link", "value": null, "position": "-391.00;-244.00", "size": "82;17", "children": []}, {"name": null, "role": "AXTextField", "description": "text/html", "role_description": "text field", "value": "\nRequires restart. For protanopia and deuteranopia.", "position": "-391.00;-244.00", "size": "287;15", "children": [{"name": null, "role": "AXTextField", "description": "text/html", "role_description": "text field", "value": null, "position": "-391.00;-244.00", "size": "0;0", "children": []}, {"name": null, "role": "AXTextField", "description": "text/html", "role_description": "text field", "value": null, "position": "-391.00;-244.00", "size": "287;15", "children": []}, {"name": null, "role": "AXTextField", "description": "text/html", "role_description": "text field", "value": null, "position": "-391.00;-244.00", "size": "0;15", "children": []}]}, {"name": null, "role": "AXStaticText", "description": "UI Options", "role_description": "text", "value": "UI Options", "position": "-391.00;-244.00", "size": "65;17", "children": []}, {"name": null, "role": "AXCheckBox", "description": "Compact mode", "role_description": "checkbox", "value": 0, "position": "-391.00;-244.00", "size": "122;25", "children": []}, {"name": null, "role": "AXTextField", "description": "text/html", "role_description": "text field", "value": "\nUI elements take up less screen space", "position": "-391.00;-244.00", "size": "218;15", "children": [{"name": null, "role": "AXTextField", "description": "text/html", "role_description": "text field", "value": null, "position": "-391.00;-244.00", "size": "0;0", "children": []}, {"name": null, "role": "AXTextField", "description": "text/html", "role_description": "text field", "value": null, "position": "-391.00;-244.00", "size": "218;15", "children": []}, {"name": null, "role": "AXTextField", "description": "text/html", "role_description": "text field", "value": null, "position": "-391.00;-244.00", "size": "0;15", "children": []}]}, {"name": null, "role": "AXCheckBox", "description": "Always show full path in window header", "role_description": "checkbox", "value": 0, "position": "-391.00;-244.00", "size": "274;25", "children": []}, {"name": null, "role": "AXCheckBox", "description": "Use project colors in main toolbar", "role_description": "checkbox", "value": 1, "position": "-391.00;-244.00", "size": "235;25", "children": []}, {"name": null, "role": "AXTextField", "description": "text/html", "role_description": "text field", "value": "\nDistinguish projects with different toolbar colors at a glance.", "position": "-391.00;-244.00", "size": "240;30", "children": [{"name": null, "role": "AXTextField", "description": "text/html", "role_description": "text field", "value": null, "position": "-391.00;-244.00", "size": "0;0", "children": []}, {"name": null, "role": "AXTextField", "description": "text/html", "role_description": "text field", "value": null, "position": "-391.00;-244.00", "size": "238;30", "children": []}, {"name": null, "role": "AXTextField", "description": "text/html", "role_description": "text field", "value": null, "position": "-391.00;-244.00", "size": "0;15", "children": []}]}, {"name": null, "role": "AXCheckBox", "description": "Drag-and-drop with Alt pressed only", "role_description": "checkbox", "value": 0, "position": "-391.00;-244.00", "size": "254;25", "children": []}, {"name": null, "role": "AXCheckBox", "description": "Smooth scrolling", "role_description": "checkbox", "value": 1, "position": "-391.00;-244.00", "size": "131;25", "children": []}, {"name": null, "role": "AXImage", "description": null, "role_description": "image", "value": null, "position": "-391.00;-244.00", "size": "16;16", "children": []}, {"name": null, "role": "AXCheckBox", "description": "Enable mnemonics in controls", "role_description": "checkbox", "value": 1, "position": "-391.00;-244.00", "size": "211;25", "children": []}, {"name": null, "role": "AXCheckBox", "description": "Enable mnemonics in menu", "role_description": "checkbox", "value": 0, "position": "-391.00;-244.00", "size": "195;25", "children": []}, {"name": null, "role": "AXCheckBox", "description": "Display icons in menu items", "role_description": "checkbox", "value": 1, "position": "-391.00;-244.00", "size": "198;25", "children": []}, {"name": null, "role": "AXCheckBox", "description": "Keep popups open for toggle items", "role_description": "checkbox", "value": 1, "position": "-391.00;-244.00", "size": "244;25", "children": []}, {"name": null, "role": "AXButton", "description": "Background Image…", "role_description": "button", "value": null, "position": "-391.00;-244.00", "size": "160;34", "children": []}, {"name": null, "role": "AXStaticText", "description": "Tree Views", "role_description": "text", "value": "Tree Views", "position": "-391.00;-244.00", "size": "69;17", "children": []}, {"name": null, "role": "AXCheckBox", "description": "Show indent guides", "role_description": "checkbox", "value": 0, "position": "-391.00;-244.00", "size": "149;25", "children": []}, {"name": null, "role": "AXCheckBox", "description": "Use smaller indents", "role_description": "checkbox", "value": 0, "position": "-391.00;-244.00", "size": "149;25", "children": []}, {"name": null, "role": "AXCheckBox", "description": "Expand node with single click", "role_description": "checkbox", "value": 0, "position": "-391.00;-244.00", "size": "0;0", "children": []}, {"name": null, "role": "AXTextField", "description": "text/html", "role_description": "text field", "value": "\nSome trees may ignore this setting", "position": "-391.00;-244.00", "size": "0;0", "children": [{"name": null, "role": "AXTextField", "description": "text/html", "role_description": "text field", "value": null, "position": "-391.00;-244.00", "size": "0;0", "children": []}, {"name": null, "role": "AXTextField", "description": "text/html", "role_description": "text field", "value": null, "position": "-391.00;-244.00", "size": "0;0", "children": []}, {"name": null, "role": "AXTextField", "description": "text/html", "role_description": "text field", "value": null, "position": "-391.00;-244.00", "size": "0;0", "children": []}]}, {"name": null, "role": "AXStaticText", "description": "Tool Windows", "role_description": "text", "value": "Tool Windows", "position": "-391.00;-244.00", "size": "87;17", "children": []}, {"name": null, "role": "AXCheckBox", "description": "Show tool window bars", "role_description": "checkbox", "value": 1, "position": "-391.00;-244.00", "size": "171;25", "children": []}, {"name": null, "role": "AXCheckBox", "description": "Side-by-side layout on the left", "role_description": "checkbox", "value": 0, "position": "-391.00;-244.00", "size": "216;25", "children": []}, {"name": null, "role": "AXCheckBox", "description": "Show tool window names", "role_description": "checkbox", "value": 0, "position": "-391.00;-244.00", "size": "185;25", "children": []}, {"name": null, "role": "AXCheckBox", "description": "Side-by-side layout on the right", "role_description": "checkbox", "value": 0, "position": "-391.00;-244.00", "size": "224;25", "children": []}, {"name": null, "role": "AXCheckBox", "description": "Widescreen tool window layout", "role_description": "checkbox", "value": 0, "position": "-391.00;-244.00", "size": "220;25", "children": []}, {"name": null, "role": "AXImage", "description": null, "role_description": "image", "value": null, "position": "-391.00;-244.00", "size": "16;16", "children": []}, {"name": null, "role": "AXCheckBox", "description": "Remember size for each tool window", "role_description": "checkbox", "value": 0, "position": "-391.00;-244.00", "size": "255;25", "children": []}, {"name": null, "role": "AXStaticText", "description": "Presentation Mode", "role_description": "text", "value": "Presentation Mode", "position": "-391.00;-244.00", "size": "116;17", "children": []}, {"name": null, "role": "AXStaticText", "description": "Zoom:", "role_description": "text", "value": "Zoom:", "position": "-391.00;-244.00", "size": "39;17", "children": []}, {"name": null, "role": "AXComboBox", "description": "Zoom:", "role_description": "combo box", "value": "175%", "position": "-391.00;-244.00", "size": "92;34", "children": [{"name": null, "role": "AXPopUpButton", "description": null, "role_description": "pop up button", "value": null, "position": "-391.00;-244.00", "size": "0;0", "children": [{"name": null, "role": "AXMenuItem", "description": null, "role_description": "menu item", "value": null, "position": "-391.00;-244.00", "size": "0;0", "children": [{"name": null, "role": "AXList", "description": "list", "role_description": "list", "value": 0, "position": "-391.00;-244.00", "size": "0;0", "children": [{"name": null, "role": "AXRow", "description": "100%", "role_description": "row", "value": 0, "position": "-391.00;-244.00", "size": "0;24", "children": [{"name": null, "role": "AXStaticText", "description": "100%", "role_description": "text", "value": 0, "position": "-391.00;-244.00", "size": "0;24", "children": [{"name": null, "role": "AXStaticText", "description": "100%", "role_description": "text", "value": "100%", "position": "-391.00;-244.00", "size": "38;21", "children": []}]}]}, {"name": null, "role": "AXRow", "description": "110%", "role_description": "row", "value": 0, "position": "-391.00;-244.00", "size": "0;24", "children": [{"name": null, "role": "AXStaticText", "description": "110%", "role_description": "text", "value": 0, "position": "-391.00;-244.00", "size": "0;24", "children": [{"name": null, "role": "AXStaticText", "description": "110%", "role_description": "text", "value": "110%", "position": "-391.00;-244.00", "size": "38;21", "children": []}]}]}, {"name": null, "role": "AXRow", "description": "125%", "role_description": "row", "value": 0, "position": "-391.00;-244.00", "size": "0;24", "children": [{"name": null, "role": "AXStaticText", "description": "125%", "role_description": "text", "value": 0, "position": "-391.00;-244.00", "size": "0;24", "children": [{"name": null, "role": "AXStaticText", "description": "125%", "role_description": "text", "value": "125%", "position": "-391.00;-244.00", "size": "38;21", "children": []}]}]}, {"name": null, "role": "AXRow", "description": "150%", "role_description": "row", "value": 0, "position": "-391.00;-244.00", "size": "0;24", "children": [{"name": null, "role": "AXStaticText", "description": "150%", "role_description": "text", "value": 0, "position": "-391.00;-244.00", "size": "0;24", "children": [{"name": null, "role": "AXStaticText", "description": "150%", "role_description": "text", "value": "150%", "position": "-391.00;-244.00", "size": "38;21", "children": []}]}]}, {"name": null, "role": "AXRow", "description": "175%", "role_description": "row", "value": 0, "position": "-391.00;-244.00", "size": "0;24", "children": [{"name": null, "role": "AXStaticText", "description": "175%", "role_description": "text", "value": 0, "position": "-391.00;-244.00", "size": "0;24", "children": [{"name": null, "role": "AXStaticText", "description": "175%", "role_description": "text", "value": "175%", "position": "-391.00;-244.00", "size": "38;21", "children": []}]}]}, {"name": null, "role": "AXRow", "description": "200%", "role_description": "row", "value": 0, "position": "-391.00;-244.00", "size": "0;24", "children": [{"name": null, "role": "AXStaticText", "description": "200%", "role_description": "text", "value": 0, "position": "-391.00;-244.00", "size": "0;24", "children": [{"name": null, "role": "AXStaticText", "description": "200%", "role_description": "text", "value": "200%", "position": "-391.00;-244.00", "size": "38;21", "children": []}]}]}, {"name": null, "role": "AXRow", "description": "225%", "role_description": "row", "value": 0, "position": "-391.00;-244.00", "size": "0;24", "children": [{"name": null, "role": "AXStaticText", "description": "225%", "role_description": "text", "value": 0, "position": "-391.00;-244.00", "size": "0;24", "children": [{"name": null, "role": "AXStaticText", "description": "225%", "role_description": "text", "value": "225%", "position": "-391.00;-244.00", "size": "38;21", "children": []}]}]}, {"name": null, "role": "AXRow", "description": "250%", "role_description": "row", "value": 0, "position": "-391.00;-244.00", "size": "0;24", "children": [{"name": null, "role": "AXStaticText", "description": "250%", "role_description": "text", "value": 0, "position": "-391.00;-244.00", "size": "0;24", "children": [{"name": null, "role": "AXStaticText", "description": "250%", "role_description": "text", "value": "250%", "position": "-391.00;-244.00", "size": "38;21", "children": []}]}]}, {"name": null, "role": "AXRow", "description": "275%", "role_description": "row", "value": 0, "position": "-391.00;-244.00", "size": "0;24", "children": [{"name": null, "role": "AXStaticText", "description": "275%", "role_description": "text", "value": 0, "position": "-391.00;-244.00", "size": "0;24", "children": [{"name": null, "role": "AXStaticText", "description": "275%", "role_description": "text", "value": "275%", "position": "-391.00;-244.00", "size": "38;21", "children": []}]}]}, {"name": null, "role": "AXRow", "description": "300%", "role_description": "row", "value": 0, "position": "-391.00;-244.00", "size": "0;24", "children": [{"name": null, "role": "AXStaticText", "description": "300%", "role_description": "text", "value": 0, "position": "-391.00;-244.00", "size": "0;24", "children": [{"name": null, "role": "AXStaticText", "description": "300%", "role_description": "text", "value": "300%", "position": "-391.00;-244.00", "size": "38;21", "children": []}]}]}]}, {"name": null, "role": "AXScrollBar", "description": null, "role_description": "scroll bar", "value": 0, "position": "-391.00;-244.00", "size": "0;0", "children": []}]}]}, {"name": null, "role": "AXTextField", "description": "Zoom:", "role_description": "text field", "value": "175%", "position": "-391.00;-244.00", "size": "43;17", "children": []}]}, {"name": null, "role": "AXStaticText", "description": "Antialiasing", "role_description": "text", "value": "Antialiasing", "position": "-391.00;-244.00", "size": "70;17", "children": []}, {"name": null, "role": "AXStaticText", "description": "IDE:", "role_description": "text", "value": "IDE:", "position": "-391.00;-244.00", "size": "24;17", "children": []}, {"name": null, "role": "AXPopUpButton", "description": "IDE:", "role_description": "pop up button", "value": "Greyscale", "position": "-391.00;-244.00", "size": "156;34", "children": [{"name": null, "role": "AXPopUpButton", "description": null, "role_description": "pop up button", "value": null, "position": "-391.00;-244.00", "size": "0;0", "children": [{"name": null, "role": "AXMenuItem", "description": null, "role_description": "menu item", "value": null, "position": "-391.00;-244.00", "size": "0;0", "children": [{"name": null, "role": "AXList", "description": "list", "role_description": "list", "value": 0, "position": "-391.00;-244.00", "size": "0;0", "children": [{"name": null, "role": "AXRow", "description": "Greyscale", "role_description": "row", "value": 0, "position": "-391.00;-244.00", "size": "0;24", "children": [{"name": null, "role": "AXStaticText", "description": "Greyscale", "role_description": "text", "value": 0, "position": "-391.00;-244.00", "size": "0;24", "children": []}]}, {"name": null, "role": "AXRow", "description": "No antialiasing", "role_description": "row", "value": 0, "position": "-391.00;-244.00", "size": "0;24", "children": [{"name": null, "role": "AXStaticText", "description": "No antialiasing", "role_description": "text", "value": 0, "position": "-391.00;-244.00", "size": "0;24", "children": []}]}]}, {"name": null, "role": "AXScrollBar", "description": null, "role_description": "scroll bar", "value": 0, "position": "-391.00;-244.00", "size": "0;0", "children": []}]}]}]}, {"name": null, "role": "AXStaticText", "description": "Editor:", "role_description": "text", "value": "Editor:", "position": "-391.00;-244.00", "size": "40;17", "children": []}, {"name": null, "role": "AXPopUpButton", "description": "Editor:", "role_description": "pop up button", "value": "Greyscale", "position": "-391.00;-244.00", "size": "156;34", "children": [{"name": null, "role": "AXPopUpButton", "description": null, "role_description": "pop up button", "value": null, "position": "-391.00;-244.00", "size": "0;0", "children": [{"name": null, "role": "AXMenuItem", "description": null, "role_description": "menu item", "value": null, "position": "-391.00;-244.00", "size": "0;0", "children": [{"name": null, "role": "AXList", "description": "list", "role_description": "list", "value": 0, "position": "-391.00;-244.00", "size": "0;0", "children": [{"name": null, "role": "AXRow", "description": "Greyscale", "role_description": "row", "value": 0, "position": "-391.00;-244.00", "size": "0;24", "children": [{"name": null, "role": "AXStaticText", "description": "Greyscale", "role_description": "text", "value": 0, "position": "-391.00;-244.00", "size": "0;24", "children": []}]}, {"name": null, "role": "AXRow", "description": "No antialiasing", "role_description": "row", "value": 0, "position": "-391.00;-244.00", "size": "0;24", "children": [{"name": null, "role": "AXStaticText", "description": "No antialiasing", "role_description": "text", "value": 0, "position": "-391.00;-244.00", "size": "0;24", "children": []}]}]}, {"name": null, "role": "AXScrollBar", "description": null, "role_description": "scroll bar", "value": 0, "position": "-391.00;-244.00", "size": "0;0", "children": []}]}]}]}]}, {"name": null, "role": "AXGroup", "description": "Action Toolbar", "role_description": "group", "value": 0, "position": "-391.00;-244.00", "size": "78;34", "children": [{"name": null, "role": "AXButton", "description": "Add…", "role_description": "button", "value": null, "position": "-391.00;-244.00", "size": "78;34", "children": []}]}, {"name": null, "role": "AXGroup", "description": "Action Toolbar", "role_description": "group", "value": 0, "position": "-391.00;-244.00", "size": "151;34", "children": [{"name": null, "role": "AXButton", "description": "Edit Icon…", "role_description": "button", "value": null, "position": "-391.00;-244.00", "size": "26;24", "children": []}, {"name": null, "role": "AXButton", "description": "Move Up", "role_description": "button", "value": null, "position": "-391.00;-244.00", "size": "26;24", "children": []}, {"name": null, "role": "AXButton", "description": "Move Down", "role_description": "button", "value": null, "position": "-391.00;-244.00", "size": "26;24", "children": []}, {"name": null, "role": "AXButton", "description": "Remove", "role_description": "button", "value": null, "position": "-391.00;-244.00", "size": "26;24", "children": []}, {"name": null, "role": "AXButton", "description": "Restore Actions…", "role_description": "button", "value": null, "position": "-391.00;-244.00", "size": "26;24", "children": []}]}, {"name": null, "role": "AXTextField", "description": "Message text filter", "role_description": "text field", "value": "", "position": "-391.00;-244.00", "size": "300;34", "children": []}, {"name": null, "role": "AXScrollArea", "description": null, "role_description": "scroll area", "value": 0, "position": "-391.00;-244.00", "size": "679;534", "children": [{"name": null, "role": "AXScrollBar", "description": null, "role_description": "scroll bar", "value": 0, "position": "-391.00;-244.00", "size": "14;532", "children": []}, {"name": null, "role": "AXScrollBar", "description": null, "role_description": "scroll bar", "value": 0, "position": "-391.00;-244.00", "size": "0;0", "children": []}, {"name": null, "role": "AXOutline", "description": "tree", "role_description": "outline", "value": 0, "position": "-391.00;-244.00", "size": "677;536", "children": [{"name": null, "role": "AXRow", "description": "Main Menu", "role_description": "row", "value": 0, "position": "-391.00;-244.00", "size": "74;24", "children": [{"name": null, "role": "AXStaticText", "description": "Main Menu", "role_description": "text", "value": 0, "position": "-391.00;-244.00", "size": "74;24", "children": []}]}, {"name": null, "role": "AXRow", "description": "Main Toolbar", "role_description": "row", "value": 0, "position": "-391.00;-244.00", "size": "87;24", "children": [{"name": null, "role": "AXStaticText", "description": "Main Toolbar", "role_description": "text", "value": 0, "position": "-391.00;-244.00", "size": "87;24", "children": []}]}, {"name": null, "role": "AXRow", "description": "Editor Popup Menu", "role_description": "row", "value": 0, "position": "-391.00;-244.00", "size": "124;24", "children": [{"name": null, "role": "AXStaticText", "description": "Editor Popup Menu", "role_description": "text", "value": 0, "position": "-391.00;-244.00", "size": "124;24", "children": []}]}, {"name": null, "role": "AXRow", "description": "Editor Gutter Popup Menu", "role_description": "row", "value": 0, "position": "-391.00;-244.00", "size": "166;24", "children": [{"name": null, "role": "AXStaticText", "description": "Editor Gutter Popup Menu", "role_description": "text", "value": 0, "position": "-391.00;-244.00", "size": "166;24", "children": []}]}, {"name": null, "role": "AXRow", "description": "Editor Tab Popup Menu", "role_description": "row", "value": 0, "position": "-391.00;-244.00", "size": "151;24", "children": [{"name": null, "role": "AXStaticText", "description": "Editor Tab Popup Menu", "role_description": "text", "value": 0, "position": "-391.00;-244.00", "size": "151;24", "children": []}]}, {"name": null, "role": "AXRow", "description": "Project View Popup Menu", "role_description": "row", "value": 0, "position": "-391.00;-244.00", "size": "165;24", "children": [{"name": null, "role": "AXStaticText", "description": "Project View Popup Menu", "role_description": "text", "value": 0, "position": "-391.00;-244.00", "size": "165;24", "children": []}]}, {"name": null, "role": "AXRow", "description": "Scope View Popup Menu", "role_description": "row", "value": 0, "position": "-391.00;-244.00", "size": "160;24", "children": [{"name": null, "role": "AXStaticText", "description": "Scope View Popup Menu", "role_description": "text", "value": 0, "position": "-391.00;-244.00", "size": "160;24", "children": []}]}, {"name": null, "role": "AXRow", "description": "Navigation Bar Popup Menu", "role_description": "row", "value": 0, "position": "-391.00;-244.00", "size": "178;24", "children": [{"name": null, "role": "AXStaticText", "description": "Navigation Bar Popup Menu", "role_description": "text", "value": 0, "position": "-391.00;-244.00", "size": "178;24", "children": []}]}, {"name": null, "role": "AXRow", "description": "Navigation Bar Toolbar", "role_description": "row", "value": 0, "position": "-391.00;-244.00", "size": "147;24", "children": [{"name": null, "role": "AXStaticText", "description": "Navigation Bar Toolbar", "role_description": "text", "value": 0, "position": "-391.00;-244.00", "size": "147;24", "children": []}]}, {"name": null, "role": "AXRow", "description": "Debug Header More Popup", "role_description": "row", "value": 0, "position": "-391.00;-244.00", "size": "174;24", "children": [{"name": null, "role": "AXStaticText", "description": "Debug Header More Popup", "role_description": "text", "value": 0, "position": "-391.00;-244.00", "size": "174;24", "children": []}]}, {"name": null, "role": "AXRow", "description": "Debug Header Toolbar", "role_description": "row", "value": 0, "position": "-391.00;-244.00", "size": "146;24", "children": [{"name": null, "role": "AXStaticText", "description": "Debug Header Toolbar", "role_description": "text", "value": 0, "position": "-391.00;-244.00", "size": "146;24", "children": []}]}, {"name": null, "role": "AXRow", "description": "Debug Watches Toolbar", "role_description": "row", "value": 0, "position": "-391.00;-244.00", "size": "155;24", "children": [{"name": null, "role": "AXStaticText", "description": "Debug Watches Toolbar", "role_description": "text", "value": 0, "position": "-391.00;-244.00", "size": "155;24", "children": []}]}, {"name": null, "role": "AXRow", "description": "File History Toolbar", "role_description": "row", "value": 0, "position": "-391.00;-244.00", "size": "126;24", "children": [{"name": null, "role": "AXStaticText", "description": "File History Toolbar", "role_description": "text", "value": 0, "position": "-391.00;-244.00", "size": "126;24", "children": []}]}, {"name": null, "role": "AXRow", "description": "Floating Code Toolbar", "role_description": "row", "value": 0, "position": "-391.00;-244.00", "size": "143;24", "children": [{"name": null, "role": "AXStaticText", "description": "Floating Code Toolbar", "role_description": "text", "value": 0, "position": "-391.00;-244.00", "size": "143;24", "children": []}]}, {"name": null, "role": "AXRow", "description": "Markdown Editor Floating Toolbar", "role_description": "row", "value": 0, "position": "-391.00;-244.00", "size": "215;24", "children": [{"name": null, "role": "AXStaticText", "description": "Markdown Editor Floating Toolbar", "role_description": "text", "value": 0, "position": "-391.00;-244.00", "size": "215;24", "children": []}]}, {"name": null, "role": "AXRow", "description": "Run Tool Window Header More Popup", "role_description": "row", "value": 0, "position": "-391.00;-244.00", "size": "241;24", "children": [{"name": null, "role": "AXStaticText", "description": "Run Tool Window Header More Popup", "role_description": "text", "value": 0, "position": "-391.00;-244.00", "size": "241;24", "children": []}]}, {"name": null, "role": "AXRow", "description": "Run Tool Window Header Toolbar", "role_description": "row", "value": 0, "position": "-391.00;-244.00", "size": "213;24", "children": [{"name": null, "role": "AXStaticText", "description": "Run Tool Window Header Toolbar", "role_description": "text", "value": 0, "position": "-391.00;-244.00", "size": "213;24", "children": []}]}, {"name": null, "role": "AXRow", "description": "VCS Local Changes Toolbar", "role_description": "row", "value": 0, "position": "-391.00;-244.00", "size": "178;24", "children": [{"name": null, "role": "AXStaticText", "description": "VCS Local Changes Toolbar", "role_description": "text", "value": 0, "position": "-391.00;-244.00", "size": "178;24", "children": []}]}, {"name": null, "role": "AXRow", "description": "VCS Log Changes Browser Toolbar", "role_description": "row", "value": 0, "position": "-391.00;-244.00", "size": "223;24", "children": [{"name": null, "role": "AXStaticText", "description": "VCS Log Changes Browser Toolbar", "role_description": "text", "value": 0, "position": "-391.00;-244.00", "size": "223;24", "children": []}]}, {"name": null, "role": "AXRow", "description": "VCS Log Toolbar", "role_description": "row", "value": 0, "position": "-391.00;-244.00", "size": "111;24", "children": [{"name": null, "role": "AXStaticText", "description": "VCS Log Toolbar", "role_description": "text", "value": 0, "position": "-391.00;-244.00", "size": "111;24", "children": []}]}, {"name": null, "role": "AXRow", "description": "VCS Operations Popup", "role_description": "row", "value": 0, "position": "-391.00;-244.00", "size": "147;24", "children": [{"name": null, "role": "AXStaticText", "description": "VCS Operations Popup", "role_description": "text", "value": 0, "position": "-391.00;-244.00", "size": "147;24", "children": []}]}]}]}, {"name": null, "role": "AXScrollArea", "description": null, "role_description": "scroll area", "value": 0, "position": "-391.00;-244.00", "size": "711;600", "children": [{"name": null, "role": "AXScrollBar", "description": null, "role_description": "scroll bar", "value": 0, "position": "-391.00;-244.00", "size": "0;0", "children": []}, {"name": null, "role": "AXScrollBar", "description": null, "role_description": "scroll bar", "value": 0, "position": "-391.00;-244.00", "size": "0;0", "children": []}, {"name": null, "role": "AXCheckBox", "description": "Confirm before exiting the IDE", "role_description": "checkbox", "value": 1, "position": "-391.00;-244.00", "size": "213;25", "children": []}, {"name": null, "role": "AXStaticText", "description": "When closing a tool window with a running process:", "role_description": "text", "value": "When closing a tool window with a running process:", "position": "-391.00;-244.00", "size": "318;17", "children": []}, {"name": null, "role": "AXRadioButton", "description": "Terminate process", "role_description": "radio button", "value": 0, "position": "-391.00;-244.00", "size": "143;25", "children": []}, {"name": null, "role": "AXRadioButton", "description": "Disconnect", "role_description": "radio button", "value": 0, "position": "-391.00;-244.00", "size": "97;25", "children": []}, {"name": null, "role": "AXRadioButton", "description": "Ask", "role_description": "radio button", "value": 1, "position": "-391.00;-244.00", "size": "51;25", "children": []}, {"name": null, "role": "AXStaticText", "description": "Project", "role_description": "text", "value": "Project", "position": "-391.00;-244.00", "size": "43;17", "children": []}, {"name": null, "role": "AXCheckBox", "description": "Reopen projects on startup", "role_description": "checkbox", "value": 1, "position": "-391.00;-244.00", "size": "195;25", "children": []}, {"name": null, "role": "AXStaticText", "description": "Open project in", "role_description": "text", "value": "Open project in", "position": "-391.00;-244.00", "size": "94;17", "children": []}, {"name": null, "role": "AXRadioButton", "description": "New window", "role_description": "radio button", "value": 0, "position": "-391.00;-244.00", "size": "107;25", "children": []}, {"name": null, "role": "AXRadioButton", "description": "Current window", "role_description": "radio button", "value": 0, "position": "-391.00;-244.00", "size": "126;25", "children": []}, {"name": null, "role": "AXRadioButton", "description": "Ask", "role_description": "radio button", "value": 1, "position": "-391.00;-244.00", "size": "51;25", "children": []}, {"name": null, "role": "AXStaticText", "description": "Default project directory:", "role_description": "text", "value": "Default project directory:", "position": "-391.00;-244.00", "size": "154;17", "children": []}, {"name": null, "role": "AXTextField", "description": "Default project directory:", "role_description": "text field", "value": "", "position": "-391.00;-244.00", "size": "281;34", "children": []}, {"name": null, "role": "AXTextField", "description": "text/html", "role_description": "text field", "value": "\nThis directory is preselected in \"Open...\" and \"New | Project...\" dialogs.", "position": "-391.00;-244.00", "size": "400;15", "children": [{"name": null, "role": "AXTextField", "description": "text/html", "role_description": "text field", "value": null, "position": "-391.00;-244.00", "size": "0;0", "children": []}, {"name": null, "role": "AXTextField", "description": "text/html", "role_description": "text field", "value": null, "position": "-391.00;-244.00", "size": "400;15", "children": []}, {"name": null, "role": "AXTextField", "description": "text/html", "role_description": "text field", "value": null, "position": "-391.00;-244.00", "size": "0;15", "children": []}]}, {"name": null, "role": "AXStaticText", "description": "Autosave", "role_description": "text", "value": "Autosave", "position": "-391.00;-244.00", "size": "58;17", "children": []}, {"name": null, "role": "AXCheckBox", "description": "Save files if the IDE is idle for", "role_description": "checkbox", "value": 0, "position": "-391.00;-244.00", "size": "207;25", "children": []}, {"name": null, "role": "AXTextField", "description": null, "role_description": "text field", "value": "15", "position": "-391.00;-244.00", "size": "50;34", "children": []}, {"name": null, "role": "AXStaticText", "description": "seconds", "role_description": "text", "value": "seconds", "position": "-391.00;-244.00", "size": "52;17", "children": []}, {"name": null, "role": "AXCheckBox", "description": "Save files when switching to a different application or a built-in terminal", "role_description": "checkbox", "value": 1, "position": "-391.00;-244.00", "size": "468;25", "children": []}, {"name": null, "role": "AXCheckBox", "description": "Back up files before saving", "role_description": "checkbox", "value": 1, "position": "-391.00;-244.00", "size": "194;25", "children": []}, {"name": null, "role": "AXStaticText", "description": "Sync external changes:", "role_description": "text", "value": "Sync external changes:", "position": "-391.00;-244.00", "size": "143;17", "children": []}, {"name": null, "role": "AXCheckBox", "description": "When switching to the IDE window or opening an editor tab", "role_description": "checkbox", "value": 1, "position": "-391.00;-244.00", "size": "392;25", "children": []}, {"name": null, "role": "AXCheckBox", "description": "Periodically when the IDE is inactive (experimental)", "role_description": "checkbox", "value": 1, "position": "-391.00;-244.00", "size": "341;25", "children": []}, {"name": null, "role": "AXTextField", "description": "text/html", "role_description": "text field", "value": "\nAutosave cannot be disabled completely. How it works", "position": "-391.00;-244.00", "size": "655;15", "children": [{"name": null, "role": "AXTextField", "description": "text/html", "role_description": "text field", "value": null, "position": "-391.00;-244.00", "size": "0;0", "children": []}, {"name": null, "role": "AXTextField", "description": "text/html", "role_description": "text field", "value": null, "position": "-391.00;-244.00", "size": "237;15", "children": []}, {"name": null, "role": "AXTextField", "description": "text/html", "role_description": "text field", "value": null, "position": "-391.00;-244.00", "size": "74;15", "children": []}, {"name": null, "role": "AXTextField", "description": "text/html", "role_description": "text field", "value": null, "position": "-391.00;-244.00", "size": "0;15", "children": []}]}]}, {"name": null, "role": "AXCheckBox", "description": "Enable file colors", "role_description": "checkbox", "value": 1, "position": "-391.00;-244.00", "size": "133;25", "children": []}, {"name": null, "role": "AXCheckBox", "description": "Use in editor tabs", "role_description": "checkbox", "value": 1, "position": "-391.00;-244.00", "size": "137;25", "children": []}, {"name": null, "role": "AXCheckBox", "description": "Use in project view", "role_description": "checkbox", "value": 1, "position": "-391.00;-244.00", "size": "145;25", "children": []}, {"name": null, "role": "AXScrollArea", "description": null, "role_description": "scroll area", "value": 0, "position": "-391.00;-244.00", "size": "677;452", "children": [{"name": null, "role": "AXTable", "description": "table", "role_description": "table", "value": 0, "position": "-391.00;-244.00", "size": "677;427", "children": [{"name": null, "role": "AXRow", "description": "Non-Project Files, Yellow, 0", "role_description": "row", "value": 0, "position": "-391.00;-244.00", "size": "677;28", "children": [{"name": null, "role": "AXCell", "description": "Non-Project Files", "role_description": "cell", "value": 0, "position": "-391.00;-244.00", "size": "226;28", "children": [{"name": null, "role": "AXStaticText", "description": "Non-Project Files", "role_description": "text", "value": 0, "position": "-391.00;-244.00", "size": "226;28", "children": []}]}, {"name": null, "role": "AXCell", "description": "Yellow", "role_description": "cell", "value": 0, "position": "-391.00;-244.00", "size": "226;28", "children": [{"name": null, "role": "AXStaticText", "description": "Yellow", "role_description": "text", "value": 0, "position": "-391.00;-244.00", "size": "226;28", "children": []}]}, {"name": null, "role": "AXCell", "description": null, "role_description": "cell", "value": 0, "position": "-391.00;-244.00", "size": "225;28", "children": [{"name": null, "role": "AXCheckBox", "description": null, "role_description": "checkbox", "value": 0, "position": "-391.00;-244.00", "size": "225;28", "children": []}]}]}]}, {"name": null, "role": "AXScrollBar", "description": null, "role_description": "scroll bar", "value": 0, "position": "-391.00;-244.00", "size": "0;0", "children": []}, {"name": null, "role": "AXScrollBar", "description": null, "role_description": "scroll bar", "value": 0, "position": "-391.00;-244.00", "size": "0;0", "children": []}, {"name": null, "role": "AXStaticText", "description": "Scope", "role_description": "text", "value": "Scope", "position": "-391.00;-244.00", "size": "226;0", "children": []}, {"name": null, "role": "AXStaticText", "description": "Color", "role_description": "text", "value": "Color", "position": "-391.00;-244.00", "size": "226;0", "children": []}, {"name": null, "role": "AXStaticText", "description": "Share through VCS", "role_description": "text", "value": "Share through VCS", "position": "-391.00;-244.00", "size": "225;0", "children": []}]}, {"name": null, "role": "AXGroup", "description": "Action Toolbar", "role_description": "group", "value": 0, "position": "-391.00;-244.00", "size": "677;24", "children": [{"name": null, "role": "AXButton", "description": "Add", "role_description": "button", "value": null, "position": "-391.00;-244.00", "size": "26;24", "children": []}, {"name": null, "role": "AXButton", "description": "Remove", "role_description": "button", "value": null, "position": "-391.00;-244.00", "size": "26;24", "children": []}, {"name": null, "role": "AXButton", "description": "Up", "role_description": "button", "value": null, "position": "-391.00;-244.00", "size": "26;24", "children": []}, {"name": null, "role": "AXButton", "description": "Down", "role_description": "button", "value": null, "position": "-391.00;-244.00", "size": "26;24", "children": []}]}, {"name": null, "role": "AXTextField", "description": "text/html", "role_description": "text field", "value": "\nFiles can belong to several scopes. If there are two colors for one scope, the color of the first scope in the list is used.", "position": "-391.00;-244.00", "size": "560;30", "children": [{"name": null, "role": "AXTextField", "description": "text/html", "role_description": "text field", "value": null, "position": "-391.00;-244.00", "size": "0;0", "children": []}, {"name": null, "role": "AXTextField", "description": "text/html", "role_description": "text field", "value": null, "position": "-391.00;-244.00", "size": "531;30", "children": []}, {"name": null, "role": "AXTextField", "description": "text/html", "role_description": "text field", "value": null, "position": "-391.00;-244.00", "size": "0;15", "children": []}]}, {"name": null, "role": "AXLink", "description": "Manage scopes…", "role_description": "link", "value": null, "position": "-391.00;-244.00", "size": "110;17", "children": []}, {"name": null, "role": "AXScrollArea", "description": null, "role_description": "scroll area", "value": 0, "position": "-391.00;-244.00", "size": "142;575", "children": [{"name": null, "role": "AXOutline", "description": "tree", "role_description": "outline", "value": 0, "position": "-391.00;-244.00", "size": "142;575", "children": []}, {"name": null, "role": "AXScrollBar", "description": null, "role_description": "scroll bar", "value": 0, "position": "-391.00;-244.00", "size": "0;0", "children": []}, {"name": null, "role": "AXScrollBar", "description": null, "role_description": "scroll bar", "value": 0, "position": "-391.00;-244.00", "size": "0;0", "children": []}]}, {"name": null, "role": "AXGroup", "description": "Action Toolbar", "role_description": "group", "value": 0, "position": "-391.00;-244.00", "size": "142;24", "children": [{"name": null, "role": "AXButton", "description": "Add Scope", "role_description": "button", "value": null, "position": "-391.00;-244.00", "size": "26;24", "children": []}, {"name": null, "role": "AXButton", "description": "Delete", "role_description": "button", "value": null, "position": "-391.00;-244.00", "size": "26;24", "children": []}, {"name": null, "role": "AXButton", "description": "Copy Configuration", "role_description": "button", "value": null, "position": "-391.00;-244.00", "size": "26;24", "children": []}, {"name": null, "role": "AXButton", "description": "Save As", "role_description": "button", "value": null, "position": "-391.00;-244.00", "size": "26;24", "children": []}, {"name": null, "role": "AXButton", "description": "Move Up", "role_description": "button", "value": null, "position": "-391.00;-244.00", "size": "26;24", "children": []}, {"name": null, "role": "AXButton", "description": "Move Down", "role_description": "button", "value": null, "position": "-391.00;-244.00", "size": "26;24", "children": []}]}, {"name": null, "role": "AXStaticText", "description": "Select a scope to view or edit its details here", "role_description": "text", "value": "Select a scope to view or edit its details here", "position": "-391.00;-244.00", "size": "568;600", "children": []}, {"name": null, "role": "AXCheckBox", "description": "Display balloon notifications", "role_description": "checkbox", "value": 1, "position": "-391.00;-244.00", "size": "200;25", "children": []}, {"name": null, "role": "AXCheckBox", "description": "Enable system notifications", "role_description": "checkbox", "value": 1, "position": "-391.00;-244.00", "size": "197;25", "children": []}, {"name": null, "role": "AXStaticText", "description": "Announce with screen reader:", "role_description": "text", "value": "Announce with screen reader:", "position": "-391.00;-244.00", "size": "0;0", "children": []}, {"name": null, "role": "AXPopUpButton", "description": "Announce with screen reader:", "role_description": "pop up button", "value": "With medium priority", "position": "-391.00;-244.00", "size": "0;0", "children": [{"name": null, "role": "AXPopUpButton", "description": null, "role_description": "pop up button", "value": null, "position": "-391.00;-244.00", "size": "0;0", "children": [{"name": null, "role": "AXMenuItem", "description": null, "role_description": "menu item", "value": null, "position": "-391.00;-244.00", "size": "0;0", "children": [{"name": null, "role": "AXList", "description": "list", "role_description": "list", "value": 0, "position": "-391.00;-244.00", "size": "0;0", "children": [{"name": null, "role": "AXRow", "description": "Off", "role_description": "row", "value": 0, "position": "-391.00;-244.00", "size": "0;24", "children": [{"name": null, "role": "AXStaticText", "description": "Off", "role_description": "text", "value": 0, "position": "-391.00;-244.00", "size": "0;24", "children": [{"name": null, "role": "AXStaticText", "description": "Off", "role_description": "text", "value": "Off", "position": "-391.00;-244.00", "size": "0;0", "children": []}]}]}, {"name": null, "role": "AXRow", "description": "With medium priority", "role_description": "row", "value": 0, "position": "-391.00;-244.00", "size": "0;24", "children": [{"name": null, "role": "AXStaticText", "description": "With medium priority", "role_description": "text", "value": 0, "position": "-391.00;-244.00", "size": "0;24", "children": [{"name": null, "role": "AXStaticText", "description": "With medium priority", "role_description": "text", "value": "With medium priority", "position": "-391.00;-244.00", "size": "0;0", "children": []}]}]}, {"name": null, "role": "AXRow", "description": "With high priority", "role_description": "row", "value": 0, "position": "-391.00;-244.00", "size": "0;24", "children": [{"name": null, "role": "AXStaticText", "description": "With high priority", "role_description": "text", "value": 0, "position": "-391.00;-244.00", "size": "0;24", "children": [{"name": null, "role": "AXStaticText", "description": "With high priority", "role_description": "text", "value": "With high priority", "position": "-391.00;-244.00", "size": "0;0", "children": []}]}]}]}, {"name": null, "role": "AXScrollBar", "description": null, "role_description": "scroll bar", "value": 24, "position": "-391.00;-244.00", "size": "0;0", "children": []}]}]}]}, {"name": null, "role": "AXTextField", "description": "text/html", "role_description": "text field", "value": "\nNotifications will interrupt previous output if it has lower priority", "position": "-391.00;-244.00", "size": "0;0", "children": [{"name": null, "role": "AXTextField", "description": "text/html", "role_description": "text field", "value": null, "position": "-391.00;-244.00", "size": "0;0", "children": []}, {"name": null, "role": "AXTextField", "description": "text/html", "role_description": "text field", "value": null, "position": "-391.00;-244.00", "size": "0;0", "children": []}, {"name": null, "role": "AXTextField", "description": "text/html", "role_description": "text field", "value": null, "position": "-391.00;-244.00", "size": "0;0", "children": []}]}, {"name": null, "role": "AXScrollArea", "description": null, "role_description": "scroll area", "value": 0, "position": "-391.00;-244.00", "size": "364;214", "children": [{"name": null, "role": "AXScrollBar", "description": null, "role_description": "scroll bar", "value": 4, "position": "-391.00;-244.00", "size": "14;212", "children": []}, {"name": null, "role": "AXScrollBar", "description": null, "role_description": "scroll bar", "value": 0, "position": "-391.00;-244.00", "size": "0;0", "children": []}, {"name": null, "role": "AXList", "description": "list", "role_description": "list", "value": 0, "position": "-391.00;-244.00", "size": "362;2936", "children": [{"name": null, "role": "AXRow", "description": "Automatic indent detection disabled", "role_description": "row", "value": 0, "position": "-391.00;-244.00", "size": "362;24", "children": [{"name": null, "role": "AXStaticText", "description": "Automatic indent detection disabled", "role_description": "text", "value": 0, "position": "-391.00;-244.00", "size": "362;24", "children": [{"name": null, "role": "AXStaticText", "description": "Automatic indent detection disabled", "role_description": "text", "value": "Automatic indent detection disabled", "position": "-391.00;-244.00", "size": "171;21", "children": []}]}]}, {"name": null, "role": "AXRow", "description": "Batch quick fix", "role_description": "row", "value": 0, "position": "-391.00;-244.00", "size": "362;24", "children": [{"name": null, "role": "AXStaticText", "description": "Batch quick fix", "role_description": "text", "value": 0, "position": "-391.00;-244.00", "size": "362;24", "children": [{"name": null, "role": "AXStaticText", "description": "Batch quick fix", "role_description": "text", "value": "Batch quick fix", "position": "-391.00;-244.00", "size": "171;21", "children": []}]}]}, {"name": null, "role": "AXRow", "description": "Black", "role_description": "row", "value": 0, "position": "-391.00;-244.00", "size": "362;24", "children": [{"name": null, "role": "AXStaticText", "description": "Black", "role_description": "text", "value": 0, "position": "-391.00;-244.00", "size": "362;24", "children": [{"name": null, "role": "AXStaticText", "description": "Black", "role_description": "text", "value": "Black", "position": "-391.00;-244.00", "size": "171;21", "children": []}]}]}, {"name": null, "role": "AXRow", "description": "Branch context switched", "role_description": "row", "value": 0, "position": "-391.00;-244.00", "size": "362;24", "children": [{"name": null, "role": "AXStaticText", "description": "Branch context switched", "role_description": "text", "value": 0, "position": "-391.00;-244.00", "size": "362;24", "children": [{"name": null, "role": "AXStaticText", "description": "Branch context switched", "role_description": "text", "value": "Branch context switched", "position": "-391.00;-244.00", "size": "171;21", "children": []}]}]}, {"name": null, "role": "AXRow", "description": "Breakpoint hit", "role_description": "row", "value": 0, "position": "-391.00;-244.00", "size": "362;24", "children": [{"name": null, "role": "AXStaticText", "description": "Breakpoint hit", "role_description": "text", "value": 0, "position": "-391.00;-244.00", "size": "362;24", "children": [{"name": null, "role": "AXStaticText", "description": "Breakpoint hit", "role_description": "text", "value": "Breakpoint hit", "position": "-391.00;-244.00", "size": "171;21", "children": []}]}]}, {"name": null, "role": "AXRow", "description": "Browser configuration problems", "role_description": "row", "value": 0, "position": "-391.00;-244.00", "size": "362;24", "children": [{"name": null, "role": "AXStaticText", "description": "Browser configuration problems", "role_description": "text", "value": 0, "position": "-391.00;-244.00", "size": "362;24", "children": [{"name": null, "role": "AXStaticText", "description": "Browser configuration problems", "role_description": "text", "value": "Browser configuration problems", "position": "-391.00;-244.00", "size": "171;21", "children": []}]}]}, {"name": null, "role": "AXRow", "description": "Built-in HTTP server could not start", "role_description": "row", "value": 0, "position": "-391.00;-244.00", "size": "362;24", "children": [{"name": null, "role": "AXStaticText", "description": "Built-in HTTP server could not start", "role_description": "text", "value": 0, "position": "-391.00;-244.00", "size": "362;24", "children": [{"name": null, "role": "AXStaticText", "description": "Built-in HTTP server could not start", "role_description": "text", "value": "Built-in HTTP server could not start", "position": "-391.00;-244.00", "size": "171;21", "children": []}]}]}, {"name": null, "role": "AXRow", "description": "Cache recovery step performed", "role_description": "row", "value": 0, "position": "-391.00;-244.00", "size": "362;24", "children": [{"name": null, "role": "AXStaticText", "description": "Cache recovery step performed", "role_description": "text", "value": 0, "position": "-391.00;-244.00", "size": "362;24", "children": [{"name": null, "role": "AXStaticText", "description": "Cache recovery step performed", "role_description": "text", "value": "Cache recovery step performed", "position": "-391.00;-244.00", "size": "171;21", "children": []}]}]}, {"name": null, "role": "AXRow", "description": "Code inspection completed", "role_description": "row", "value": 0, "position": "-391.00;-244.00", "size": "362;24", "children": [{"name": null, "role": "AXStaticText", "description": "Code inspection completed", "role_description": "text", "value": 0, "position": "-391.00;-244.00", "size": "362;24", "children": [{"name": null, "role": "AXStaticText", "description": "Code inspection completed", "role_description": "text", "value": "Code inspection completed", "position": "-391.00;-244.00", "size": "171;21", "children": []}]}]}, {"name": null, "role": "AXRow", "description": "Code With Me common notifications", "role_description": "row", "value": 0, "position": "-391.00;-244.00", "size": "362;24", "children": [{"name": null, "role": "AXStaticText", "description": "Code With Me common notifications", "role_description": "text", "value": 0, "position": "-391.00;-244.00", "size": "362;24", "children": [{"name": null, "role": "AXStaticText", "description": "Code With Me common notifications", "role_description": "text", "value": "Code With Me common notifications", "position": "-391.00;-244.00", "size": "171;21", "children": []}]}]}, {"name": null, "role": "AXRow", "description": "Code With Me session notifications", "role_description": "row", "value": 0, "position": "-391.00;-244.00", "size": "362;24", "children": [{"name": null, "role": "AXStaticText", "description": "Code With Me session notifications", "role_description": "text", "value": 0, "position": "-391.00;-244.00", "size": "362;24", "children": [{"name": null, "role": "AXStaticText", "description": "Code With Me session notifications", "role_description": "text", "value": "Code With Me session notifications", "position": "-391.00;-244.00", "size": "171;21", "children": []}]}]}, {"name": null, "role": "AXRow", "description": "Code With Me zipped logs", "role_description": "row", "value": 0, "position": "-391.00;-244.00", "size": "362;24", "children": [{"name": null, "role": "AXStaticText", "description": "Code With Me zipped logs", "role_description": "text", "value": 0, "position": "-391.00;-244.00", "size": "362;24", "children": [{"name": null, "role": "AXStaticText", "description": "Code With Me zipped logs", "role_description": "text", "value": "Code With Me zipped logs", "position": "-391.00;-244.00", "size": "171;21", "children": []}]}]}, {"name": null, "role": "AXRow", "description": "Color Scheme deprecation", "role_description": "row", "value": 0, "position": "-391.00;-244.00", "size": "362;24", "children": [{"name": null, "role": "AXStaticText", "description": "Color Scheme deprecation", "role_description": "text", "value": 0, "position": "-391.00;-244.00", "size": "362;24", "children": [{"name": null, "role": "AXStaticText", "description": "Color Scheme deprecation", "role_description": "text", "value": "Color Scheme deprecation", "position": "-391.00;-244.00", "size": "171;21", "children": []}]}]}, {"name": null, "role": "AXRow", "description": "Conflict with system shortcuts detected", "role_description": "row", "value": 0, "position": "-391.00;-244.00", "size": "362;24", "children": [{"name": null, "role": "AXStaticText", "description": "Conflict with system shortcuts detected", "role_description": "text", "value": 0, "position": "-391.00;-244.00", "size": "362;24", "children": [{"name": null, "role": "AXStaticText", "description": "Conflict with system shortcuts detected", "role_description": "text", "value": "Conflict with system shortcuts detected", "position": "-391.00;-244.00", "size": "171;21", "children": []}]}]}, {"name": null, "role": "AXRow", "description": "Could not load project", "role_description": "row", "value": 0, "position": "-391.00;-244.00", "size": "362;24", "children": [{"name": null, "role": "AXStaticText", "description": "Could not load project", "role_description": "text", "value": 0, "position": "-391.00;-244.00", "size": "362;24", "children": [{"name": null, "role": "AXStaticText", "description": "Could not load project", "role_description": "text", "value": "Could not load project", "position": "-391.00;-244.00", "size": "171;21", "children": []}]}]}, {"name": null, "role": "AXRow", "description": "Could not load settings", "role_description": "row", "value": 0, "position": "-391.00;-244.00", "size": "362;24", "children": [{"name": null, "role": "AXStaticText", "description": "Could not load settings", "role_description": "text", "value": 0, "position": "-391.00;-244.00", "size": "362;24", "children": [{"name": null, "role": "AXStaticText", "description": "Could not load settings", "role_description": "text", "value": "Could not load settings", "position": "-391.00;-244.00", "size": "171;21", "children": []}]}]}, {"name": null, "role": "AXRow", "description": "Could not save project", "role_description": "row", "value": 0, "position": "-391.00;-244.00", "size": "362;24", "children": [{"name": null, "role": "AXStaticText", "description": "Could not save project", "role_description": "text", "value": 0, "position": "-391.00;-244.00", "size": "362;24", "children": [{"name": null, "role": "AXStaticText", "description": "Could not save project", "role_description": "text", "value": "Could not save project", "position": "-391.00;-244.00", "size": "171;21", "children": []}]}]}, {"name": null, "role": "AXRow", "description": "Could not save settings", "role_description": "row", "value": 0, "position": "-391.00;-244.00", "size": "362;24", "children": [{"name": null, "role": "AXStaticText", "description": "Could not save settings", "role_description": "text", "value": 0, "position": "-391.00;-244.00", "size": "362;24", "children": [{"name": null, "role": "AXStaticText", "description": "Could not save settings", "role_description": "text", "value": "Could not save settings", "position": "-391.00;-244.00", "size": "171;21", "children": []}]}]}, {"name": null, "role": "AXRow", "description": "Debugger messages", "role_description": "row", "value": 0, "position": "-391.00;-244.00", "size": "362;24", "children": [{"name": null, "role": "AXStaticText", "description": "Debugger messages", "role_description": "text", "value": 0, "position": "-391.00;-244.00", "size": "362;24", "children": [{"name": null, "role": "AXStaticText", "description": "Debugger messages", "role_description": "text", "value": "Debugger messages", "position": "-391.00;-244.00", "size": "171;21", "children": []}]}]}, {"name": null, "role": "AXRow", "description": "Duplicate content roots detected", "role_description": "row", "value": 0, "position": "-391.00;-244.00", "size": "362;24", "children": [{"name": null, "role": "AXStaticText", "description": "Duplicate content roots detected", "role_description": "text", "value": 0, "position": "-391.00;-244.00", "size": "362;24", "children": [{"name": null, "role": "AXStaticText", "description": "Duplicate content roots detected", "role_description": "text", "value": "Duplicate content roots detected", "position": "-391.00;-244.00", "size": "171;21", "children": []}]}]}, {"name": null, "role": "AXRow", "description": "EditorConfig disabled", "role_description": "row", "value": 0, "position": "-391.00;-244.00", "size": "362;24", "children": [{"name": null, "role": "AXStaticText", "description": "EditorConfig disabled", "role_description": "text", "value": 0, "position": "-391.00;-244.00", "size": "362;24", "children": [{"name": null, "role": "AXStaticText", "description": "EditorConfig disabled", "role_description": "text", "value": "EditorConfig disabled", "position": "-391.00;-244.00", "size": "171;21", "children": []}]}]}, {"name": null, "role": "AXRow", "description": "EditorConfig operation failed", "role_description": "row", "value": 0, "position": "-391.00;-244.00", "size": "362;24", "children": [{"name": null, "role": "AXStaticText", "description": "EditorConfig operation failed", "role_description": "text", "value": 0, "position": "-391.00;-244.00", "size": "362;24", "children": [{"name": null, "role": "AXStaticText", "description": "EditorConfig operation failed", "role_description": "text", "value": "EditorConfig operation failed", "position": "-391.00;-244.00", "size": "171;21", "children": []}]}]}, {"name": null, "role": "AXRow", "description": "Embedding search notifications", "role_description": "row", "value": 0, "position": "-391.00;-244.00", "size": "362;24", "children": [{"name": null, "role": "AXStaticText", "description": "Embedding search notifications", "role_description": "text", "value": 0, "position": "-391.00;-244.00", "size": "362;24", "children": [{"name": null, "role": "AXStaticText", "description": "Embedding search notifications", "role_description": "text", "value": "Embedding search notifications", "position": "-391.00;-244.00", "size": "171;21", "children": []}]}]}, {"name": null, "role": "AXRow", "description": "Essential highlighting mode enabled", "role_description": "row", "value": 0, "position": "-391.00;-244.00", "size": "362;24", "children": [{"name": null, "role": "AXStaticText", "description": "Essential highlighting mode enabled", "role_description": "text", "value": 0, "position": "-391.00;-244.00", "size": "362;24", "children": [{"name": null, "role": "AXStaticText", "description": "Essential highlighting mode enabled", "role_description": "text", "value": "Essential highlighting mode enabled", "position": "-391.00;-244.00", "size": "171;21", "children": []}]}]}, {"name": null, "role": "AXRow", "description": "External process execution failed", "role_description": "row", "value": 0, "position": "-391.00;-244.00", "size": "362;24", "children": [{"name": null, "role": "AXStaticText", "description": "External process execution failed", "role_description": "text", "value": 0, "position": "-391.00;-244.00", "size": "362;24", "children": [{"name": null, "role": "AXStaticText", "description": "External process execution failed", "role_description": "text", "value": "External process execution failed", "position": "-391.00;-244.00", "size": "171;21", "children": []}]}]}, {"name": null, "role": "AXRow", "description": "External system build scripts found", "role_description": "row", "value": 0, "position": "-391.00;-244.00", "size": "362;24", "children": [{"name": null, "role": "AXStaticText", "description": "External system build scripts found", "role_description": "text", "value": 0, "position": "-391.00;-244.00", "size": "362;24", "children": [{"name": null, "role": "AXStaticText", "description": "External system build scripts found", "role_description": "text", "value": "External system build scripts found", "position": "-391.00;-244.00", "size": "171;21", "children": []}]}]}, {"name": null, "role": "AXRow", "description": "Failed to attach debugger to process", "role_description": "row", "value": 0, "position": "-391.00;-244.00", "size": "362;24", "children": [{"name": null, "role": "AXStaticText", "description": "Failed to attach debugger to process", "role_description": "text", "value": 0, "position": "-391.00;-244.00", "size": "362;24", "children": [{"name": null, "role": "AXStaticText", "description": "Failed to attach debugger to process", "role_description": "text", "value": "Failed to attach debugger to process", "position": "-391.00;-244.00", "size": "171;21", "children": []}]}]}, {"name": null, "role": "AXRow", "description": "Failed to generate module descriptors", "role_description": "row", "value": 0, "position": "-391.00;-244.00", "size": "362;24", "children": [{"name": null, "role": "AXStaticText", "description": "Failed to generate module descriptors", "role_description": "text", "value": 0, "position": "-391.00;-244.00", "size": "362;24", "children": [{"name": null, "role": "AXStaticText", "description": "Failed to generate module descriptors", "role_description": "text", "value": "Failed to generate module descriptors", "position": "-391.00;-244.00", "size": "171;21", "children": []}]}]}, {"name": null, "role": "AXRow", "description": "Failed to remove BOM", "role_description": "row", "value": 0, "position": "-391.00;-244.00", "size": "362;24", "children": [{"name": null, "role": "AXStaticText", "description": "Failed to remove BOM", "role_description": "text", "value": 0, "position": "-391.00;-244.00", "size": "362;24", "children": [{"name": null, "role": "AXStaticText", "description": "Failed to remove BOM", "role_description": "text", "value": "Failed to remove BOM", "position": "-391.00;-244.00", "size": "171;21", "children": []}]}]}, {"name": null, "role": "AXRow", "description": "Feature usage statistics", "role_description": "row", "value": 0, "position": "-391.00;-244.00", "size": "362;24", "children": [{"name": null, "role": "AXStaticText", "description": "Feature usage statistics", "role_description": "text", "value": 0, "position": "-391.00;-244.00", "size": "362;24", "children": [{"name": null, "role": "AXStaticText", "description": "Feature usage statistics", "role_description": "text", "value": "Feature usage statistics", "position": "-391.00;-244.00", "size": "171;21", "children": []}]}]}, {"name": null, "role": "AXRow", "description": "Feedback in IDE", "role_description": "row", "value": 0, "position": "-391.00;-244.00", "size": "362;24", "children": [{"name": null, "role": "AXStaticText", "description": "Feedback in IDE", "role_description": "text", "value": 0, "position": "-391.00;-244.00", "size": "362;24", "children": [{"name": null, "role": "AXStaticText", "description": "Feedback in IDE", "role_description": "text", "value": "Feedback in IDE", "position": "-391.00;-244.00", "size": "171;21", "children": []}]}]}, {"name": null, "role": "AXRow", "description": "File system synchronization issues detected", "role_description": "row", "value": 0, "position": "-391.00;-244.00", "size": "362;24", "children": [{"name": null, "role": "AXStaticText", "description": "File system synchronization issues detected", "role_description": "text", "value": 0, "position": "-391.00;-244.00", "size": "362;24", "children": [{"name": null, "role": "AXStaticText", "description": "File system synchronization issues detected", "role_description": "text", "value": "File system synchronization issues detected", "position": "-391.00;-244.00", "size": "171;21", "children": []}]}]}, {"name": null, "role": "AXRow", "description": "File type conflict detected", "role_description": "row", "value": 0, "position": "-391.00;-244.00", "size": "362;24", "children": [{"name": null, "role": "AXStaticText", "description": "File type conflict detected", "role_description": "text", "value": 0, "position": "-391.00;-244.00", "size": "362;24", "children": [{"name": null, "role": "AXStaticText", "description": "File type conflict detected", "role_description": "text", "value": "File type conflict detected", "position": "-391.00;-244.00", "size": "171;21", "children": []}]}]}, {"name": null, "role": "AXRow", "description": "File type pattern reassigned", "role_description": "row", "value": 0, "position": "-391.00;-244.00", "size": "362;24", "children": [{"name": null, "role": "AXStaticText", "description": "File type pattern reassigned", "role_description": "text", "value": 0, "position": "-391.00;-244.00", "size": "362;24", "children": [{"name": null, "role": "AXStaticText", "description": "File type pattern reassigned", "role_description": "text", "value": "File type pattern reassigned", "position": "-391.00;-244.00", "size": "171;21", "children": []}]}]}, {"name": null, "role": "AXRow", "description": "Find in Files operation failed", "role_description": "row", "value": 0, "position": "-391.00;-244.00", "size": "362;24", "children": [{"name": null, "role": "AXStaticText", "description": "Find in Files operation failed", "role_description": "text", "value": 0, "position": "-391.00;-244.00", "size": "362;24", "children": [{"name": null, "role": "AXStaticText", "description": "Find in Files operation failed", "role_description": "text", "value": "Find in Files operation failed", "position": "-391.00;-244.00", "size": "171;21", "children": []}]}]}, {"name": null, "role": "AXRow", "description": "Frameworks detected", "role_description": "row", "value": 0, "position": "-391.00;-244.00", "size": "362;24", "children": [{"name": null, "role": "AXStaticText", "description": "Frameworks detected", "role_description": "text", "value": 0, "position": "-391.00;-244.00", "size": "362;24", "children": [{"name": null, "role": "AXStaticText", "description": "Frameworks detected", "role_description": "text", "value": "Frameworks detected", "position": "-391.00;-244.00", "size": "171;21", "children": []}]}]}, {"name": null, "role": "AXRow", "description": "Gradle wrapper update failed", "role_description": "row", "value": 0, "position": "-391.00;-244.00", "size": "362;24", "children": [{"name": null, "role": "AXStaticText", "description": "Gradle wrapper update failed", "role_description": "text", "value": 0, "position": "-391.00;-244.00", "size": "362;24", "children": [{"name": null, "role": "AXStaticText", "description": "Gradle wrapper update failed", "role_description": "text", "value": "Gradle wrapper update failed", "position": "-391.00;-244.00", "size": "171;21", "children": []}]}]}, {"name": null, "role": "AXRow", "description": "Grazie notifications", "role_description": "row", "value": 0, "position": "-391.00;-244.00", "size": "362;24", "children": [{"name": null, "role": "AXStaticText", "description": "Grazie notifications", "role_description": "text", "value": 0, "position": "-391.00;-244.00", "size": "362;24", "children": [{"name": null, "role": "AXStaticText", "description": "Grazie notifications", "role_description": "text", "value": "Grazie notifications", "position": "-391.00;-244.00", "size": "171;21", "children": []}]}]}, {"name": null, "role": "AXRow", "description": "Heap dump analysis performed", "role_description": "row", "value": 0, "position": "-391.00;-244.00", "size": "362;24", "children": [{"name": null, "role": "AXStaticText", "description": "Heap dump analysis performed", "role_description": "text", "value": 0, "position": "-391.00;-244.00", "size": "362;24", "children": [{"name": null, "role": "AXStaticText", "description": "Heap dump analysis performed", "role_description": "text", "value": "Heap dump analysis performed", "position": "-391.00;-244.00", "size": "171;21", "children": []}]}]}, {"name": null, "role": "AXRow", "description": "IDE and plugin updates available", "role_description": "row", "value": 0, "position": "-391.00;-244.00", "size": "362;24", "children": [{"name": null, "role": "AXStaticText", "description": "IDE and plugin updates available", "role_description": "text", "value": 0, "position": "-391.00;-244.00", "size": "362;24", "children": [{"name": null, "role": "AXStaticText", "description": "IDE and plugin updates available", "role_description": "text", "value": "IDE and plugin updates available", "position": "-391.00;-244.00", "size": "171;21", "children": []}]}]}, {"name": null, "role": "AXRow", "description": "IDE caches corruption detected", "role_description": "row", "value": 0, "position": "-391.00;-244.00", "size": "362;24", "children": [{"name": null, "role": "AXStaticText", "description": "IDE caches corruption detected", "role_description": "text", "value": 0, "position": "-391.00;-244.00", "size": "362;24", "children": [{"name": null, "role": "AXStaticText", "description": "IDE caches corruption detected", "role_description": "text", "value": "IDE caches corruption detected", "position": "-391.00;-244.00", "size": "171;21", "children": []}]}]}, {"name": null, "role": "AXRow", "description": "IDE errors", "role_description": "row", "value": 0, "position": "-391.00;-244.00", "size": "362;24", "children": [{"name": null, "role": "AXStaticText", "description": "IDE errors", "role_description": "text", "value": 0, "position": "-391.00;-244.00", "size": "362;24", "children": [{"name": null, "role": "AXStaticText", "description": "IDE errors", "role_description": "text", "value": "IDE errors", "position": "-391.00;-244.00", "size": "171;21", "children": []}]}]}, {"name": null, "role": "AXRow", "description": "IDE Feature Suggester", "role_description": "row", "value": 0, "position": "-391.00;-244.00", "size": "362;24", "children": [{"name": null, "role": "AXStaticText", "description": "IDE Feature Suggester", "role_description": "text", "value": 0, "position": "-391.00;-244.00", "size": "362;24", "children": [{"name": null, "role": "AXStaticText", "description": "IDE Feature Suggester", "role_description": "text", "value": "IDE Feature Suggester", "position": "-391.00;-244.00", "size": "171;21", "children": []}]}]}, {"name": null, "role": "AXRow", "description": "IDE Features Trainer", "role_description": "row", "value": 0, "position": "-391.00;-244.00", "size": "362;24", "children": [{"name": null, "role": "AXStaticText", "description": "IDE Features Trainer", "role_description": "text", "value": 0, "position": "-391.00;-244.00", "size": "362;24", "children": [{"name": null, "role": "AXStaticText", "description": "IDE Features Trainer", "role_description": "text", "value": "IDE Features Trainer", "position": "-391.00;-244.00", "size": "171;21", "children": []}]}]}, {"name": null, "role": "AXRow", "description": "IDE self-profiling", "role_description": "row", "value": 0, "position": "-391.00;-244.00", "size": "362;24", "children": [{"name": null, "role": "AXStaticText", "description": "IDE self-profiling", "role_description": "text", "value": 0, "position": "-391.00;-244.00", "size": "362;24", "children": [{"name": null, "role": "AXStaticText", "description": "IDE self-profiling", "role_description": "text", "value": "IDE self-profiling", "position": "-391.00;-244.00", "size": "171;21", "children": []}]}]}, {"name": null, "role": "AXRow", "description": "IDE updates installed", "role_description": "row", "value": 0, "position": "-391.00;-244.00", "size": "362;24", "children": [{"name": null, "role": "AXStaticText", "description": "IDE updates installed", "role_description": "text", "value": 0, "position": "-391.00;-244.00", "size": "362;24", "children": [{"name": null, "role": "AXStaticText", "description": "IDE updates installed", "role_description": "text", "value": "IDE updates installed", "position": "-391.00;-244.00", "size": "171;21", "children": []}]}]}, {"name": null, "role": "AXRow", "description": "Incorrect Formatting Inspection", "role_description": "row", "value": 0, "position": "-391.00;-244.00", "size": "362;24", "children": [{"name": null, "role": "AXStaticText", "description": "Incorrect Formatting Inspection", "role_description": "text", "value": 0, "position": "-391.00;-244.00", "size": "362;24", "children": [{"name": null, "role": "AXStaticText", "description": "Incorrect Formatting Inspection", "role_description": "text", "value": "Incorrect Formatting Inspection", "position": "-391.00;-244.00", "size": "171;21", "children": []}]}]}, {"name": null, "role": "AXRow", "description": "Installation is complete", "role_description": "row", "value": 0, "position": "-391.00;-244.00", "size": "362;24", "children": [{"name": null, "role": "AXStaticText", "description": "Installation is complete", "role_description": "text", "value": 0, "position": "-391.00;-244.00", "size": "362;24", "children": [{"name": null, "role": "AXStaticText", "description": "Installation is complete", "role_description": "text", "value": "Installation is complete", "position": "-391.00;-244.00", "size": "171;21", "children": []}]}]}, {"name": null, "role": "AXRow", "description": "Internal error report submitted", "role_description": "row", "value": 0, "position": "-391.00;-244.00", "size": "362;24", "children": [{"name": null, "role": "AXStaticText", "description": "Internal error report submitted", "role_description": "text", "value": 0, "position": "-391.00;-244.00", "size": "362;24", "children": [{"name": null, "role": "AXStaticText", "description": "Internal error report submitted", "role_description": "text", "value": "Internal error report submitted", "position": "-391.00;-244.00", "size": "171;21", "children": []}]}]}, {"name": null, "role": "AXRow", "description": "JDK update failed", "role_description": "row", "value": 0, "position": "-391.00;-244.00", "size": "362;24", "children": [{"name": null, "role": "AXStaticText", "description": "JDK update failed", "role_description": "text", "value": 0, "position": "-391.00;-244.00", "size": "362;24", "children": [{"name": null, "role": "AXStaticText", "description": "JDK update failed", "role_description": "text", "value": "JDK update failed", "position": "-391.00;-244.00", "size": "171;21", "children": []}]}]}, {"name": null, "role": "AXRow", "description": "JSON schema loading failed", "role_description": "row", "value": 0, "position": "-391.00;-244.00", "size": "362;24", "children": [{"name": null, "role": "AXStaticText", "description": "JSON schema loading failed", "role_description": "text", "value": 0, "position": "-391.00;-244.00", "size": "362;24", "children": [{"name": null, "role": "AXStaticText", "description": "JSON schema loading failed", "role_description": "text", "value": "JSON schema loading failed", "position": "-391.00;-244.00", "size": "171;21", "children": []}]}]}, {"name": null, "role": "AXRow", "description": "JVM performance issues detected", "role_description": "row", "value": 0, "position": "-391.00;-244.00", "size": "362;24", "children": [{"name": null, "role": "AXStaticText", "description": "JVM performance issues detected", "role_description": "text", "value": 0, "position": "-391.00;-244.00", "size": "362;24", "children": [{"name": null, "role": "AXStaticText", "description": "JVM performance issues detected", "role_description": "text", "value": "JVM performance issues detected", "position": "-391.00;-244.00", "size": "171;21", "children": []}]}]}, {"name": null, "role": "AXRow", "description": "Keymap installed", "role_description": "row", "value": 0, "position": "-391.00;-244.00", "size": "362;24", "children": [{"name": null, "role": "AXStaticText", "description": "Keymap installed", "role_description": "text", "value": 0, "position": "-391.00;-244.00", "size": "362;24", "children": [{"name": null, "role": "AXStaticText", "description": "Keymap installed", "role_description": "text", "value": "Keymap installed", "position": "-391.00;-244.00", "size": "171;21", "children": []}]}]}, {"name": null, "role": "AXRow", "description": "Keymap missing", "role_description": "row", "value": 0, "position": "-391.00;-244.00", "size": "362;24", "children": [{"name": null, "role": "AXStaticText", "description": "Keymap missing", "role_description": "text", "value": 0, "position": "-391.00;-244.00", "size": "362;24", "children": [{"name": null, "role": "AXStaticText", "description": "Keymap missing", "role_description": "text", "value": "Keymap missing", "position": "-391.00;-244.00", "size": "171;21", "children": []}]}]}, {"name": null, "role": "AXRow", "description": "Language service stopped or restarted", "role_description": "row", "value": 0, "position": "-391.00;-244.00", "size": "362;24", "children": [{"name": null, "role": "AXStaticText", "description": "Language service stopped or restarted", "role_description": "text", "value": 0, "position": "-391.00;-244.00", "size": "362;24", "children": [{"name": null, "role": "AXStaticText", "description": "Language service stopped or restarted", "role_description": "text", "value": "Language service stopped or restarted", "position": "-391.00;-244.00", "size": "171;21", "children": []}]}]}, {"name": null, "role": "AXRow", "description": "Leftover IDE directories found", "role_description": "row", "value": 0, "position": "-391.00;-244.00", "size": "362;24", "children": [{"name": null, "role": "AXStaticText", "description": "Leftover IDE directories found", "role_description": "text", "value": 0, "position": "-391.00;-244.00", "size": "362;24", "children": [{"name": null, "role": "AXStaticText", "description": "Leftover IDE directories found", "role_description": "text", "value": "Leftover IDE directories found", "position": "-391.00;-244.00", "size": "171;21", "children": []}]}]}, {"name": null, "role": "AXRow", "description": "Local history messages", "role_description": "row", "value": 0, "position": "-391.00;-244.00", "size": "362;24", "children": [{"name": null, "role": "AXStaticText", "description": "Local history messages", "role_description": "text", "value": 0, "position": "-391.00;-244.00", "size": "362;24", "children": [{"name": null, "role": "AXStaticText", "description": "Local history messages", "role_description": "text", "value": "Local history messages", "position": "-391.00;-244.00", "size": "171;21", "children": []}]}]}, {"name": null, "role": "AXRow", "description": "Low memory detected", "role_description": "row", "value": 0, "position": "-391.00;-244.00", "size": "362;24", "children": [{"name": null, "role": "AXStaticText", "description": "Low memory detected", "role_description": "text", "value": 0, "position": "-391.00;-244.00", "size": "362;24", "children": [{"name": null, "role": "AXStaticText", "description": "Low memory detected", "role_description": "text", "value": "Low memory detected", "position": "-391.00;-244.00", "size": "171;21", "children": []}]}]}, {"name": null, "role": "AXRow", "description": "Markdown", "role_description": "row", "value": 0, "position": "-391.00;-244.00", "size": "362;24", "children": [{"name": null, "role": "AXStaticText", "description": "Markdown", "role_description": "text", "value": 0, "position": "-391.00;-244.00", "size": "362;24", "children": [{"name": null, "role": "AXStaticText", "description": "Markdown", "role_description": "text", "value": "Markdown", "position": "-391.00;-244.00", "size": "171;21", "children": []}]}]}, {"name": null, "role": "AXRow", "description": "Maximum number of editor carets reached", "role_description": "row", "value": 0, "position": "-391.00;-244.00", "size": "362;24", "children": [{"name": null, "role": "AXStaticText", "description": "Maximum number of editor carets reached", "role_description": "text", "value": 0, "position": "-391.00;-244.00", "size": "362;24", "children": [{"name": null, "role": "AXStaticText", "description": "Maximum number of editor carets reached", "role_description": "text", "value": "Maximum number of editor carets reached", "position": "-391.00;-244.00", "size": "171;21", "children": []}]}]}, {"name": null, "role": "AXRow", "description": "Microsoft Defender configuration", "role_description": "row", "value": 0, "position": "-391.00;-244.00", "size": "362;24", "children": [{"name": null, "role": "AXStaticText", "description": "Microsoft Defender configuration", "role_description": "text", "value": 0, "position": "-391.00;-244.00", "size": "362;24", "children": [{"name": null, "role": "AXStaticText", "description": "Microsoft Defender configuration", "role_description": "text", "value": "Microsoft Defender configuration", "position": "-391.00;-244.00", "size": "171;21", "children": []}]}]}, {"name": null, "role": "AXRow", "description": "Module dependencies analysis completed", "role_description": "row", "value": 0, "position": "-391.00;-244.00", "size": "362;24", "children": [{"name": null, "role": "AXStaticText", "description": "Module dependencies analysis completed", "role_description": "text", "value": 0, "position": "-391.00;-244.00", "size": "362;24", "children": [{"name": null, "role": "AXStaticText", "description": "Module dependencies analysis completed", "role_description": "text", "value": "Module dependencies analysis completed", "position": "-391.00;-244.00", "size": "171;21", "children": []}]}]}, {"name": null, "role": "AXRow", "description": "Modules automatically loaded or unloaded", "role_description": "row", "value": 0, "position": "-391.00;-244.00", "size": "362;24", "children": [{"name": null, "role": "AXStaticText", "description": "Modules automatically loaded or unloaded", "role_description": "text", "value": 0, "position": "-391.00;-244.00", "size": "362;24", "children": [{"name": null, "role": "AXStaticText", "description": "Modules automatically loaded or unloaded", "role_description": "text", "value": "Modules automatically loaded or unloaded", "position": "-391.00;-244.00", "size": "171;21", "children": []}]}]}, {"name": null, "role": "AXRow", "description": "Modules no longer referenced by external system", "role_description": "row", "value": 0, "position": "-391.00;-244.00", "size": "362;24", "children": [{"name": null, "role": "AXStaticText", "description": "Modules no longer referenced by external system", "role_description": "text", "value": 0, "position": "-391.00;-244.00", "size": "362;24", "children": [{"name": null, "role": "AXStaticText", "description": "Modules no longer referenced by external system", "role_description": "text", "value": "Modules no longer referenced by external system", "position": "-391.00;-244.00", "size": "171;21", "children": []}]}]}, {"name": null, "role": "AXRow", "description": "Package Checker check failed", "role_description": "row", "value": 0, "position": "-391.00;-244.00", "size": "362;24", "children": [{"name": null, "role": "AXStaticText", "description": "Package Checker check failed", "role_description": "text", "value": 0, "position": "-391.00;-244.00", "size": "362;24", "children": [{"name": null, "role": "AXStaticText", "description": "Package Checker check failed", "role_description": "text", "value": "Package Checker check failed", "position": "-391.00;-244.00", "size": "171;21", "children": []}]}]}, {"name": null, "role": "AXRow", "description": "Parameter name hints settings changed", "role_description": "row", "value": 0, "position": "-391.00;-244.00", "size": "362;24", "children": [{"name": null, "role": "AXStaticText", "description": "Parameter name hints settings changed", "role_description": "text", "value": 0, "position": "-391.00;-244.00", "size": "362;24", "children": [{"name": null, "role": "AXStaticText", "description": "Parameter name hints settings changed", "role_description": "text", "value": "Parameter name hints settings changed", "position": "-391.00;-244.00", "size": "171;21", "children": []}]}]}, {"name": null, "role": "AXRow", "description": "Password storage not available", "role_description": "row", "value": 0, "position": "-391.00;-244.00", "size": "362;24", "children": [{"name": null, "role": "AXStaticText", "description": "Password storage not available", "role_description": "text", "value": 0, "position": "-391.00;-244.00", "size": "362;24", "children": [{"name": null, "role": "AXStaticText", "description": "Password storage not available", "role_description": "text", "value": "Password storage not available", "position": "-391.00;-244.00", "size": "171;21", "children": []}]}]}, {"name": null, "role": "AXRow", "description": "Permissions notifications", "role_description": "row", "value": 0, "position": "-391.00;-244.00", "size": "362;24", "children": [{"name": null, "role": "AXStaticText", "description": "Permissions notifications", "role_description": "text", "value": 0, "position": "-391.00;-244.00", "size": "362;24", "children": [{"name": null, "role": "AXStaticText", "description": "Permissions notifications", "role_description": "text", "value": "Permissions notifications", "position": "-391.00;-244.00", "size": "171;21", "children": []}]}]}, {"name": null, "role": "AXRow", "description": "Pipfile Watcher", "role_description": "row", "value": 0, "position": "-391.00;-244.00", "size": "362;24", "children": [{"name": null, "role": "AXStaticText", "description": "Pipfile Watcher", "role_description": "text", "value": 0, "position": "-391.00;-244.00", "size": "362;24", "children": [{"name": null, "role": "AXStaticText", "description": "Pipfile Watcher", "role_description": "text", "value": "Pipfile Watcher", "position": "-391.00;-244.00", "size": "171;21", "children": []}]}]}, {"name": null, "role": "AXRow", "description": "Plugin suggestions available", "role_description": "row", "value": 0, "position": "-391.00;-244.00", "size": "362;24", "children": [{"name": null, "role": "AXStaticText", "description": "Plugin suggestions available", "role_description": "text", "value": 0, "position": "-391.00;-244.00", "size": "362;24", "children": [{"name": null, "role": "AXStaticText", "description": "Plugin suggestions available", "role_description": "text", "value": "Plugin suggestions available", "position": "-391.00;-244.00", "size": "171;21", "children": []}]}]}, {"name": null, "role": "AXRow", "description": "Plugins failed to load", "role_description": "row", "value": 0, "position": "-391.00;-244.00", "size": "362;24", "children": [{"name": null, "role": "AXStaticText", "description": "Plugins failed to load", "role_description": "text", "value": 0, "position": "-391.00;-244.00", "size": "362;24", "children": [{"name": null, "role": "AXStaticText", "description": "Plugins failed to load", "role_description": "text", "value": "Plugins failed to load", "position": "-391.00;-244.00", "size": "171;21", "children": []}]}]}, {"name": null, "role": "AXRow", "description": "Plugins installed or updated", "role_description": "row", "value": 0, "position": "-391.00;-244.00", "size": "362;24", "children": [{"name": null, "role": "AXStaticText", "description": "Plugins installed or updated", "role_description": "text", "value": 0, "position": "-391.00;-244.00", "size": "362;24", "children": [{"name": null, "role": "AXStaticText", "description": "Plugins installed or updated", "role_description": "text", "value": "Plugins installed or updated", "position": "-391.00;-244.00", "size": "171;21", "children": []}]}]}, {"name": null, "role": "AXRow", "description": "Power save mode enabled", "role_description": "row", "value": 0, "position": "-391.00;-244.00", "size": "362;24", "children": [{"name": null, "role": "AXStaticText", "description": "Power save mode enabled", "role_description": "text", "value": 0, "position": "-391.00;-244.00", "size": "362;24", "children": [{"name": null, "role": "AXStaticText", "description": "Power save mode enabled", "role_description": "text", "value": "Power save mode enabled", "position": "-391.00;-244.00", "size": "171;21", "children": []}]}]}, {"name": null, "role": "AXRow", "description": "Presentation assistant", "role_description": "row", "value": 0, "position": "-391.00;-244.00", "size": "362;24", "children": [{"name": null, "role": "AXStaticText", "description": "Presentation assistant", "role_description": "text", "value": 0, "position": "-391.00;-244.00", "size": "362;24", "children": [{"name": null, "role": "AXStaticText", "description": "Presentation assistant", "role_description": "text", "value": "Presentation assistant", "position": "-391.00;-244.00", "size": "171;21", "children": []}]}]}, {"name": null, "role": "AXRow", "description": "Project startup task execution failed", "role_description": "row", "value": 0, "position": "-391.00;-244.00", "size": "362;24", "children": [{"name": null, "role": "AXStaticText", "description": "Project startup task execution failed", "role_description": "text", "value": 0, "position": "-391.00;-244.00", "size": "362;24", "children": [{"name": null, "role": "AXStaticText", "description": "Project startup task execution failed", "role_description": "text", "value": "Project startup task execution failed", "position": "-391.00;-244.00", "size": "171;21", "children": []}]}]}, {"name": null, "role": "AXRow", "description": "Project template created", "role_description": "row", "value": 0, "position": "-391.00;-244.00", "size": "362;24", "children": [{"name": null, "role": "AXStaticText", "description": "Project template created", "role_description": "text", "value": 0, "position": "-391.00;-244.00", "size": "362;24", "children": [{"name": null, "role": "AXStaticText", "description": "Project template created", "role_description": "text", "value": "Project template created", "position": "-391.00;-244.00", "size": "171;21", "children": []}]}]}, {"name": null, "role": "AXRow", "description": "Proofreading missing languages information", "role_description": "row", "value": 0, "position": "-391.00;-244.00", "size": "362;24", "children": [{"name": null, "role": "AXStaticText", "description": "Proofreading missing languages information", "role_description": "text", "value": 0, "position": "-391.00;-244.00", "size": "362;24", "children": [{"name": null, "role": "AXStaticText", "description": "Proofreading missing languages information", "role_description": "text", "value": "Proofreading missing languages information", "position": "-391.00;-244.00", "size": "171;21", "children": []}]}]}, {"name": null, "role": "AXRow", "description": "PyCharm Professional recommended", "role_description": "row", "value": 0, "position": "-391.00;-244.00", "size": "362;24", "children": [{"name": null, "role": "AXStaticText", "description": "PyCharm Professional recommended", "role_description": "text", "value": 0, "position": "-391.00;-244.00", "size": "362;24", "children": [{"name": null, "role": "AXStaticText", "description": "PyCharm Professional recommended", "role_description": "text", "value": "PyCharm Professional recommended", "position": "-391.00;-244.00", "size": "171;21", "children": []}]}]}, {"name": null, "role": "AXRow", "description": "pyproject.toml Watcher", "role_description": "row", "value": 0, "position": "-391.00;-244.00", "size": "362;24", "children": [{"name": null, "role": "AXStaticText", "description": "pyproject.toml Watcher", "role_description": "text", "value": 0, "position": "-391.00;-244.00", "size": "362;24", "children": [{"name": null, "role": "AXStaticText", "description": "pyproject.toml Watcher", "role_description": "text", "value": "pyproject.toml Watcher", "position": "-391.00;-244.00", "size": "171;21", "children": []}]}]}, {"name": null, "role": "AXRow", "description": "Python compatibility inspection recommended", "role_description": "row", "value": 0, "position": "-391.00;-244.00", "size": "362;24", "children": [{"name": null, "role": "AXStaticText", "description": "Python compatibility inspection recommended", "role_description": "text", "value": 0, "position": "-391.00;-244.00", "size": "362;24", "children": [{"name": null, "role": "AXStaticText", "description": "Python compatibility inspection recommended", "role_description": "text", "value": "Python compatibility inspection recommended", "position": "-391.00;-244.00", "size": "171;21", "children": []}]}]}, {"name": null, "role": "AXRow", "description": "Python debugger", "role_description": "row", "value": 0, "position": "-391.00;-244.00", "size": "362;24", "children": [{"name": null, "role": "AXStaticText", "description": "Python debugger", "role_description": "text", "value": 0, "position": "-391.00;-244.00", "size": "362;24", "children": [{"name": null, "role": "AXStaticText", "description": "Python debugger", "role_description": "text", "value": "Python debugger", "position": "-391.00;-244.00", "size": "171;21", "children": []}]}]}, {"name": null, "role": "AXRow", "description": "Python debugger native extension available", "role_description": "row", "value": 0, "position": "-391.00;-244.00", "size": "362;24", "children": [{"name": null, "role": "AXStaticText", "description": "Python debugger native extension available", "role_description": "text", "value": 0, "position": "-391.00;-244.00", "size": "362;24", "children": [{"name": null, "role": "AXStaticText", "description": "Python debugger native extension available", "role_description": "text", "value": "Python debugger native extension available", "position": "-391.00;-244.00", "size": "171;21", "children": []}]}]}, {"name": null, "role": "AXRow", "description": "Python interpreter configured", "role_description": "row", "value": 0, "position": "-391.00;-244.00", "size": "362;24", "children": [{"name": null, "role": "AXStaticText", "description": "Python interpreter configured", "role_description": "text", "value": 0, "position": "-391.00;-244.00", "size": "362;24", "children": [{"name": null, "role": "AXStaticText", "description": "Python interpreter configured", "role_description": "text", "value": "Python interpreter configured", "position": "-391.00;-244.00", "size": "171;21", "children": []}]}]}, {"name": null, "role": "AXRow", "description": "Python interpreter installation", "role_description": "row", "value": 0, "position": "-391.00;-244.00", "size": "362;24", "children": [{"name": null, "role": "AXStaticText", "description": "Python interpreter installation", "role_description": "text", "value": 0, "position": "-391.00;-244.00", "size": "362;24", "children": [{"name": null, "role": "AXStaticText", "description": "Python interpreter installation", "role_description": "text", "value": "Python interpreter installation", "position": "-391.00;-244.00", "size": "171;21", "children": []}]}]}, {"name": null, "role": "AXRow", "description": "Python interpreter update failed", "role_description": "row", "value": 0, "position": "-391.00;-244.00", "size": "362;24", "children": [{"name": null, "role": "AXStaticText", "description": "Python interpreter update failed", "role_description": "text", "value": 0, "position": "-391.00;-244.00", "size": "362;24", "children": [{"name": null, "role": "AXStaticText", "description": "Python interpreter update failed", "role_description": "text", "value": "Python interpreter update failed", "position": "-391.00;-244.00", "size": "171;21", "children": []}]}]}, {"name": null, "role": "AXRow", "description": "Python package requirements", "role_description": "row", "value": 0, "position": "-391.00;-244.00", "size": "362;24", "children": [{"name": null, "role": "AXStaticText", "description": "Python package requirements", "role_description": "text", "value": 0, "position": "-391.00;-244.00", "size": "362;24", "children": [{"name": null, "role": "AXStaticText", "description": "Python package requirements", "role_description": "text", "value": "Python package requirements", "position": "-391.00;-244.00", "size": "171;21", "children": []}]}]}, {"name": null, "role": "AXRow", "description": "Python Packages", "role_description": "row", "value": 0, "position": "-391.00;-244.00", "size": "362;24", "children": [{"name": null, "role": "AXStaticText", "description": "Python Packages", "role_description": "text", "value": 0, "position": "-391.00;-244.00", "size": "362;24", "children": [{"name": null, "role": "AXStaticText", "description": "Python Packages", "role_description": "text", "value": "Python Packages", "position": "-391.00;-244.00", "size": "171;21", "children": []}]}]}, {"name": null, "role": "AXRow", "description": "Python packaging", "role_description": "row", "value": 0, "position": "-391.00;-244.00", "size": "362;24", "children": [{"name": null, "role": "AXStaticText", "description": "Python packaging", "role_description": "text", "value": 0, "position": "-391.00;-244.00", "size": "362;24", "children": [{"name": null, "role": "AXStaticText", "description": "Python packaging", "role_description": "text", "value": "Python packaging", "position": "-391.00;-244.00", "size": "171;21", "children": []}]}]}, {"name": null, "role": "AXRow", "description": "Qodana", "role_description": "row", "value": 0, "position": "-391.00;-244.00", "size": "362;24", "children": [{"name": null, "role": "AXStaticText", "description": "Qodana", "role_description": "text", "value": 0, "position": "-391.00;-244.00", "size": "362;24", "children": [{"name": null, "role": "AXStaticText", "description": "Qodana", "role_description": "text", "value": "Qodana", "position": "-391.00;-244.00", "size": "171;21", "children": []}]}]}, {"name": null, "role": "AXRow", "description": "Qodana problems tab", "role_description": "row", "value": 0, "position": "-391.00;-244.00", "size": "362;24", "children": [{"name": null, "role": "AXStaticText", "description": "Qodana problems tab", "role_description": "text", "value": 0, "position": "-391.00;-244.00", "size": "362;24", "children": [{"name": null, "role": "AXStaticText", "description": "Qodana problems tab", "role_description": "text", "value": "Qodana problems tab", "position": "-391.00;-244.00", "size": "171;21", "children": []}]}]}, {"name": null, "role": "AXRow", "description": "Qodana tips", "role_description": "row", "value": 0, "position": "-391.00;-244.00", "size": "362;24", "children": [{"name": null, "role": "AXStaticText", "description": "Qodana tips", "role_description": "text", "value": 0, "position": "-391.00;-244.00", "size": "362;24", "children": [{"name": null, "role": "AXStaticText", "description": "Qodana tips", "role_description": "text", "value": "Qodana tips", "position": "-391.00;-244.00", "size": "171;21", "children": []}]}]}, {"name": null, "role": "AXRow", "description": "Recommended language plugin available", "role_description": "row", "value": 0, "position": "-391.00;-244.00", "size": "362;24", "children": [{"name": null, "role": "AXStaticText", "description": "Recommended language plugin available", "role_description": "text", "value": 0, "position": "-391.00;-244.00", "size": "362;24", "children": [{"name": null, "role": "AXStaticText", "description": "Recommended language plugin available", "role_description": "text", "value": "Recommended language plugin available", "position": "-391.00;-244.00", "size": "171;21", "children": []}]}]}, {"name": null, "role": "AXRow", "description": "Remote notifications", "role_description": "row", "value": 0, "position": "-391.00;-244.00", "size": "362;24", "children": [{"name": null, "role": "AXStaticText", "description": "Remote notifications", "role_description": "text", "value": 0, "position": "-391.00;-244.00", "size": "362;24", "children": [{"name": null, "role": "AXStaticText", "description": "Remote notifications", "role_description": "text", "value": "Remote notifications", "position": "-391.00;-244.00", "size": "171;21", "children": []}]}]}, {"name": null, "role": "AXRow", "description": "Required plugins not loaded", "role_description": "row", "value": 0, "position": "-391.00;-244.00", "size": "362;24", "children": [{"name": null, "role": "AXStaticText", "description": "Required plugins not loaded", "role_description": "text", "value": 0, "position": "-391.00;-244.00", "size": "362;24", "children": [{"name": null, "role": "AXStaticText", "description": "Required plugins not loaded", "role_description": "text", "value": "Required plugins not loaded", "position": "-391.00;-244.00", "size": "171;21", "children": []}]}]}, {"name": null, "role": "AXRow", "description": "Run Anything command executed", "role_description": "row", "value": 0, "position": "-391.00;-244.00", "size": "362;24", "children": [{"name": null, "role": "AXStaticText", "description": "Run Anything command executed", "role_description": "text", "value": 0, "position": "-391.00;-244.00", "size": "362;24", "children": [{"name": null, "role": "AXStaticText", "description": "Run Anything command executed", "role_description": "text", "value": "Run Anything command executed", "position": "-391.00;-244.00", "size": "171;21", "children": []}]}]}, {"name": null, "role": "AXRow", "description": "Run configurations in Services tool window", "role_description": "row", "value": 0, "position": "-391.00;-244.00", "size": "362;24", "children": [{"name": null, "role": "AXStaticText", "description": "Run configurations in Services tool window", "role_description": "text", "value": 0, "position": "-391.00;-244.00", "size": "362;24", "children": [{"name": null, "role": "AXStaticText", "description": "Run configurations in Services tool window", "role_description": "text", "value": "Run configurations in Services tool window", "position": "-391.00;-244.00", "size": "171;21", "children": []}]}]}, {"name": null, "role": "AXRow", "description": "SDK automatically configured", "role_description": "row", "value": 0, "position": "-391.00;-244.00", "size": "362;24", "children": [{"name": null, "role": "AXStaticText", "description": "SDK automatically configured", "role_description": "text", "value": 0, "position": "-391.00;-244.00", "size": "362;24", "children": [{"name": null, "role": "AXStaticText", "description": "SDK automatically configured", "role_description": "text", "value": "SDK automatically configured", "position": "-391.00;-244.00", "size": "171;21", "children": []}]}]}, {"name": null, "role": "AXRow", "description": "Settings Sync messages", "role_description": "row", "value": 0, "position": "-391.00;-244.00", "size": "362;24", "children": [{"name": null, "role": "AXStaticText", "description": "Settings Sync messages", "role_description": "text", "value": 0, "position": "-391.00;-244.00", "size": "362;24", "children": [{"name": null, "role": "AXStaticText", "description": "Settings Sync messages", "role_description": "text", "value": "Settings Sync messages", "position": "-391.00;-244.00", "size": "171;21", "children": []}]}]}, {"name": null, "role": "AXRow", "description": "Shared indexes events", "role_description": "row", "value": 0, "position": "-391.00;-244.00", "size": "362;24", "children": [{"name": null, "role": "AXStaticText", "description": "Shared indexes events", "role_description": "text", "value": 0, "position": "-391.00;-244.00", "size": "362;24", "children": [{"name": null, "role": "AXStaticText", "description": "Shared indexes events", "role_description": "text", "value": "Shared indexes events", "position": "-391.00;-244.00", "size": "171;21", "children": []}]}]}, {"name": null, "role": "AXRow", "description": "Shared indexes recommendations", "role_description": "row", "value": 0, "position": "-391.00;-244.00", "size": "362;24", "children": [{"name": null, "role": "AXStaticText", "description": "Shared indexes recommendations", "role_description": "text", "value": 0, "position": "-391.00;-244.00", "size": "362;24", "children": [{"name": null, "role": "AXStaticText", "description": "Shared indexes recommendations", "role_description": "text", "value": "Shared indexes recommendations", "position": "-391.00;-244.00", "size": "171;21", "children": []}]}]}, {"name": null, "role": "AXRow", "description": "Shell script tools available", "role_description": "row", "value": 0, "position": "-391.00;-244.00", "size": "362;24", "children": [{"name": null, "role": "AXStaticText", "description": "Shell script tools available", "role_description": "text", "value": 0, "position": "-391.00;-244.00", "size": "362;24", "children": [{"name": null, "role": "AXStaticText", "description": "Shell script tools available", "role_description": "text", "value": "Shell script tools available", "position": "-391.00;-244.00", "size": "171;21", "children": []}]}]}, {"name": null, "role": "AXRow", "description": "Spellchecker dictionary loading failed", "role_description": "row", "value": 0, "position": "-391.00;-244.00", "size": "362;24", "children": [{"name": null, "role": "AXStaticText", "description": "Spellchecker dictionary loading failed", "role_description": "text", "value": 0, "position": "-391.00;-244.00", "size": "362;24", "children": [{"name": null, "role": "AXStaticText", "description": "Spellchecker dictionary loading failed", "role_description": "text", "value": "Spellchecker dictionary loading failed", "position": "-391.00;-244.00", "size": "171;21", "children": []}]}]}, {"name": null, "role": "AXRow", "description": "Sticky lines disabled", "role_description": "row", "value": 0, "position": "-391.00;-244.00", "size": "362;24", "children": [{"name": null, "role": "AXStaticText", "description": "Sticky lines disabled", "role_description": "text", "value": 0, "position": "-391.00;-244.00", "size": "362;24", "children": [{"name": null, "role": "AXStaticText", "description": "Sticky lines disabled", "role_description": "text", "value": "Sticky lines disabled", "position": "-391.00;-244.00", "size": "171;21", "children": []}]}]}, {"name": null, "role": "AXRow", "description": "Subversion root detection failed", "role_description": "row", "value": 0, "position": "-391.00;-244.00", "size": "362;24", "children": [{"name": null, "role": "AXStaticText", "description": "Subversion root detection failed", "role_description": "text", "value": 0, "position": "-391.00;-244.00", "size": "362;24", "children": [{"name": null, "role": "AXStaticText", "description": "Subversion root detection failed", "role_description": "text", "value": "Subversion root detection failed", "position": "-391.00;-244.00", "size": "171;21", "children": []}]}]}, {"name": null, "role": "AXRow", "description": "Sync Python requirements", "role_description": "row", "value": 0, "position": "-391.00;-244.00", "size": "362;24", "children": [{"name": null, "role": "AXStaticText", "description": "Sync Python requirements", "role_description": "text", "value": 0, "position": "-391.00;-244.00", "size": "362;24", "children": [{"name": null, "role": "AXStaticText", "description": "Sync Python requirements", "role_description": "text", "value": "Sync Python requirements", "position": "-391.00;-244.00", "size": "171;21", "children": []}]}]}, {"name": null, "role": "AXRow", "description": "System clipboard unavailable", "role_description": "row", "value": 0, "position": "-391.00;-244.00", "size": "362;24", "children": [{"name": null, "role": "AXStaticText", "description": "System clipboard unavailable", "role_description": "text", "value": 0, "position": "-391.00;-244.00", "size": "362;24", "children": [{"name": null, "role": "AXStaticText", "description": "System clipboard unavailable", "role_description": "text", "value": "System clipboard unavailable", "position": "-391.00;-244.00", "size": "171;21", "children": []}]}]}, {"name": null, "role": "AXRow", "description": "System health issue detected", "role_description": "row", "value": 0, "position": "-391.00;-244.00", "size": "362;24", "children": [{"name": null, "role": "AXStaticText", "description": "System health issue detected", "role_description": "text", "value": 0, "position": "-391.00;-244.00", "size": "362;24", "children": [{"name": null, "role": "AXStaticText", "description": "System health issue detected", "role_description": "text", "value": "System health issue detected", "position": "-391.00;-244.00", "size": "171;21", "children": []}]}]}, {"name": null, "role": "AXRow", "description": "System messages", "role_description": "row", "value": 0, "position": "-391.00;-244.00", "size": "362;24", "children": [{"name": null, "role": "AXStaticText", "description": "System messages", "role_description": "text", "value": 0, "position": "-391.00;-244.00", "size": "362;24", "children": [{"name": null, "role": "AXStaticText", "description": "System messages", "role_description": "text", "value": "System messages", "position": "-391.00;-244.00", "size": "171;21", "children": []}]}]}, {"name": null, "role": "AXRow", "description": "Task context data corrupted", "role_description": "row", "value": 0, "position": "-391.00;-244.00", "size": "362;24", "children": [{"name": null, "role": "AXStaticText", "description": "Task context data corrupted", "role_description": "text", "value": 0, "position": "-391.00;-244.00", "size": "362;24", "children": [{"name": null, "role": "AXStaticText", "description": "Task context data corrupted", "role_description": "text", "value": "Task context data corrupted", "position": "-391.00;-244.00", "size": "171;21", "children": []}]}]}, {"name": null, "role": "AXRow", "description": "Task server connection failed", "role_description": "row", "value": 0, "position": "-391.00;-244.00", "size": "362;24", "children": [{"name": null, "role": "AXStaticText", "description": "Task server connection failed", "role_description": "text", "value": 0, "position": "-391.00;-244.00", "size": "362;24", "children": [{"name": null, "role": "AXStaticText", "description": "Task server connection failed", "role_description": "text", "value": "Task server connection failed", "position": "-391.00;-244.00", "size": "171;21", "children": []}]}]}, {"name": null, "role": "AXRow", "description": "Test execution finished", "role_description": "row", "value": 0, "position": "-391.00;-244.00", "size": "362;24", "children": [{"name": null, "role": "AXStaticText", "description": "Test execution finished", "role_description": "text", "value": 0, "position": "-391.00;-244.00", "size": "362;24", "children": [{"name": null, "role": "AXStaticText", "description": "Test execution finished", "role_description": "text", "value": "Test execution finished", "position": "-391.00;-244.00", "size": "171;21", "children": []}]}]}, {"name": null, "role": "AXRow", "description": "TextMate bundle loading failed", "role_description": "row", "value": 0, "position": "-391.00;-244.00", "size": "362;24", "children": [{"name": null, "role": "AXStaticText", "description": "TextMate bundle loading failed", "role_description": "text", "value": 0, "position": "-391.00;-244.00", "size": "362;24", "children": [{"name": null, "role": "AXStaticText", "description": "TextMate bundle loading failed", "role_description": "text", "value": "TextMate bundle loading failed", "position": "-391.00;-244.00", "size": "171;21", "children": []}]}]}, {"name": null, "role": "AXRow", "description": "Timeout opening page in browser", "role_description": "row", "value": 0, "position": "-391.00;-244.00", "size": "362;24", "children": [{"name": null, "role": "AXStaticText", "description": "Timeout opening page in browser", "role_description": "text", "value": 0, "position": "-391.00;-244.00", "size": "362;24", "children": [{"name": null, "role": "AXStaticText", "description": "Timeout opening page in browser", "role_description": "text", "value": "Timeout opening page in browser", "position": "-391.00;-244.00", "size": "171;21", "children": []}]}]}, {"name": null, "role": "AXRow", "description": "Unindexed Maven repositories found", "role_description": "row", "value": 0, "position": "-391.00;-244.00", "size": "362;24", "children": [{"name": null, "role": "AXStaticText", "description": "Unindexed Maven repositories found", "role_description": "text", "value": 0, "position": "-391.00;-244.00", "size": "362;24", "children": [{"name": null, "role": "AXStaticText", "description": "Unindexed Maven repositories found", "role_description": "text", "value": "Unindexed Maven repositories found", "position": "-391.00;-244.00", "size": "171;21", "children": []}]}]}, {"name": null, "role": "AXRow", "description": "VCS common messages", "role_description": "row", "value": 0, "position": "-391.00;-244.00", "size": "362;24", "children": [{"name": null, "role": "AXStaticText", "description": "VCS common messages", "role_description": "text", "value": 0, "position": "-391.00;-244.00", "size": "362;24", "children": [{"name": null, "role": "AXStaticText", "description": "VCS common messages", "role_description": "text", "value": "VCS common messages", "position": "-391.00;-244.00", "size": "171;21", "children": []}]}]}, {"name": null, "role": "AXRow", "description": "VCS external executable validation failed", "role_description": "row", "value": 0, "position": "-391.00;-244.00", "size": "362;24", "children": [{"name": null, "role": "AXStaticText", "description": "VCS external executable validation failed", "role_description": "text", "value": 0, "position": "-391.00;-244.00", "size": "362;24", "children": [{"name": null, "role": "AXStaticText", "description": "VCS external executable validation failed", "role_description": "text", "value": "VCS external executable validation failed", "position": "-391.00;-244.00", "size": "171;21", "children": []}]}]}, {"name": null, "role": "AXRow", "description": "VCS hosting integrations", "role_description": "row", "value": 0, "position": "-391.00;-244.00", "size": "362;24", "children": [{"name": null, "role": "AXStaticText", "description": "VCS hosting integrations", "role_description": "text", "value": 0, "position": "-391.00;-244.00", "size": "362;24", "children": [{"name": null, "role": "AXStaticText", "description": "VCS hosting integrations", "role_description": "text", "value": "VCS hosting integrations", "position": "-391.00;-244.00", "size": "171;21", "children": []}]}]}, {"name": null, "role": "AXRow", "description": "VCS important messages", "role_description": "row", "value": 0, "position": "-391.00;-244.00", "size": "362;24", "children": [{"name": null, "role": "AXStaticText", "description": "VCS important messages", "role_description": "text", "value": 0, "position": "-391.00;-244.00", "size": "362;24", "children": [{"name": null, "role": "AXStaticText", "description": "VCS important messages", "role_description": "text", "value": "VCS important messages", "position": "-391.00;-244.00", "size": "171;21", "children": []}]}]}, {"name": null, "role": "AXRow", "description": "VCS messages", "role_description": "row", "value": 0, "position": "-391.00;-244.00", "size": "362;24", "children": [{"name": null, "role": "AXStaticText", "description": "VCS messages", "role_description": "text", "value": 0, "position": "-391.00;-244.00", "size": "362;24", "children": [{"name": null, "role": "AXStaticText", "description": "VCS messages", "role_description": "text", "value": "VCS messages", "position": "-391.00;-244.00", "size": "171;21", "children": []}]}]}, {"name": null, "role": "AXRow", "description": "VCS notifications", "role_description": "row", "value": 0, "position": "-391.00;-244.00", "size": "362;24", "children": [{"name": null, "role": "AXStaticText", "description": "VCS notifications", "role_description": "text", "value": 0, "position": "-391.00;-244.00", "size": "362;24", "children": [{"name": null, "role": "AXStaticText", "description": "VCS notifications", "role_description": "text", "value": "VCS notifications", "position": "-391.00;-244.00", "size": "171;21", "children": []}]}]}, {"name": null, "role": "AXRow", "description": "VCS silent notifications", "role_description": "row", "value": 0, "position": "-391.00;-244.00", "size": "362;24", "children": [{"name": null, "role": "AXStaticText", "description": "VCS silent notifications", "role_description": "text", "value": 0, "position": "-391.00;-244.00", "size": "362;24", "children": [{"name": null, "role": "AXStaticText", "description": "VCS silent notifications", "role_description": "text", "value": "VCS silent notifications", "position": "-391.00;-244.00", "size": "171;21", "children": []}]}]}, {"name": null, "role": "AXRow", "description": "Virtual file system", "role_description": "row", "value": 0, "position": "-391.00;-244.00", "size": "362;24", "children": [{"name": null, "role": "AXStaticText", "description": "Virtual file system", "role_description": "text", "value": 0, "position": "-391.00;-244.00", "size": "362;24", "children": [{"name": null, "role": "AXStaticText", "description": "Virtual file system", "role_description": "text", "value": "Virtual file system", "position": "-391.00;-244.00", "size": "171;21", "children": []}]}]}]}]}, {"name": null, "role": "AXStaticText", "description": "Popup type:", "role_description": "text", "value": "Popup type:", "position": "-391.00;-244.00", "size": "74;17", "children": []}, {"name": null, "role": "AXPopUpButton", "description": "Popup type:", "role_description": "pop up button", "value": "Sticky balloon", "position": "-391.00;-244.00", "size": "151;34", "children": [{"name": null, "role": "AXPopUpButton", "description": null, "role_description": "pop up button", "value": null, "position": "-391.00;-244.00", "size": "0;0", "children": [{"name": null, "role": "AXMenuItem", "description": null, "role_description": "menu item", "value": null, "position": "-391.00;-244.00", "size": "0;0", "children": [{"name": null, "role": "AXList", "description": "list", "role_description": "list", "value": 0, "position": "-391.00;-244.00", "size": "0;0", "children": [{"name": null, "role": "AXRow", "description": "No popup", "role_description": "row", "value": 0, "position": "-391.00;-244.00", "size": "0;24", "children": [{"name": null, "role": "AXStaticText", "description": "No popup", "role_description": "text", "value": 0, "position": "-391.00;-244.00", "size": "0;24", "children": []}]}, {"name": null, "role": "AXRow", "description": "Balloon", "role_description": "row", "value": 0, "position": "-391.00;-244.00", "size": "0;24", "children": [{"name": null, "role": "AXStaticText", "description": "Balloon", "role_description": "text", "value": 0, "position": "-391.00;-244.00", "size": "0;24", "children": []}]}, {"name": null, "role": "AXRow", "description": "Sticky balloon", "role_description": "row", "value": 0, "position": "-391.00;-244.00", "size": "0;24", "children": [{"name": null, "role": "AXStaticText", "description": "Sticky balloon", "role_description": "text", "value": 0, "position": "-391.00;-244.00", "size": "0;24", "children": []}]}]}, {"name": null, "role": "AXScrollBar", "description": null, "role_description": "scroll bar", "value": 48, "position": "-391.00;-244.00", "size": "0;0", "children": []}]}]}]}, {"name": null, "role": "AXCheckBox", "description": "Show in tool window", "role_description": "checkbox", "value": 1, "position": "-391.00;-244.00", "size": "155;25", "children": []}, {"name": null, "role": "AXCheckBox", "description": "Play sound", "role_description": "checkbox", "value": 0, "position": "-391.00;-244.00", "size": "95;25", "children": []}, {"name": null, "role": "AXCheckBox", "description": "Read aloud", "role_description": "checkbox", "value": 0, "position": "-391.00;-244.00", "size": "97;25", "children": []}, {"name": null, "role": "AXStaticText", "description": "Don't ask again notifications:", "role_description": "text", "value": "Don't ask again notifications:", "position": "-391.00;-244.00", "size": "177;17", "children": []}, {"name": null, "role": "AXScrollArea", "description": null, "role_description": "scroll area", "value": 0, "position": "-391.00;-244.00", "size": "677;231", "children": [{"name": null, "role": "AXList", "description": "Don't ask again notifications:", "role_description": "list", "value": 0, "position": "-391.00;-244.00", "size": "677;231", "children": []}, {"name": null, "role": "AXScrollBar", "description": null, "role_description": "scroll bar", "value": 0, "position": "-391.00;-244.00", "size": "0;0", "children": []}, {"name": null, "role": "AXScrollBar", "description": null, "role_description": "scroll bar", "value": 0, "position": "-391.00;-244.00", "size": "0;0", "children": []}]}, {"name": null, "role": "AXGroup", "description": "Action Toolbar", "role_description": "group", "value": 0, "position": "-391.00;-244.00", "size": "677;24", "children": [{"name": null, "role": "AXButton", "description": "Remove", "role_description": "button", "value": null, "position": "-391.00;-244.00", "size": "26;24", "children": []}]}, {"name": null, "role": "AXImage", "description": null, "role_description": "image", "value": null, "position": "-391.00;-244.00", "size": "6;17", "children": []}, {"name": null, "role": "AXScrollArea", "description": null, "role_description": "scroll area", "value": 0, "position": "-391.00;-244.00", "size": "200;546", "children": [{"name": null, "role": "AXList", "description": "list", "role_description": "list", "value": 0, "position": "-391.00;-244.00", "size": "200;546", "children": []}, {"name": null, "role": "AXScrollBar", "description": null, "role_description": "scroll bar", "value": 0, "position": "-391.00;-244.00", "size": "0;0", "children": []}, {"name": null, "role": "AXScrollBar", "description": null, "role_description": "scroll bar", "value": 0, "position": "-391.00;-244.00", "size": "0;0", "children": []}]}, {"name": null, "role": "AXGroup", "description": "Action Toolbar", "role_description": "group", "value": 0, "position": "-391.00;-244.00", "size": "200;24", "children": [{"name": null, "role": "AXButton", "description": "Add", "role_description": "button", "value": null, "position": "-391.00;-244.00", "size": "26;24", "children": []}, {"name": null, "role": "AXButton", "description": "Remove", "role_description": "button", "value": null, "position": "-391.00;-244.00", "size": "26;24", "children": []}]}, {"name": null, "role": "AXStaticText", "description": "Quick Lists allow you to define commonly used groups of actions (for example, refactoring or VCS actions) and to assign keyboard shortcuts to such groups.", "role_description": "text", "value": "Quick Lists allow you to define commonly used groups of actions (for example, refactoring or VCS actions) and to assign keyboard shortcuts to such groups.", "position": "-391.00;-244.00", "size": "470;573", "children": []}, {"name": null, "role": "AXStaticText", "description": "Display name:", "role_description": "text", "value": "Display name:", "position": "-391.00;-244.00", "size": "86;17", "children": []}, {"name": null, "role": "AXTextField", "description": "Description:", "role_description": "text field", "value": "", "position": "-391.00;-244.00", "size": "374;34", "children": []}, {"name": null, "role": "AXTextField", "description": "Display name:", "role_description": "text field", "value": "", "position": "-391.00;-244.00", "size": "374;34", "children": []}, {"name": null, "role": "AXStaticText", "description": "Description:", "role_description": "text", "value": "Description:", "position": "-391.00;-244.00", "size": "74;17", "children": []}, {"name": null, "role": "AXScrollArea", "description": null, "role_description": "scroll area", "value": 0, "position": "-391.00;-244.00", "size": "468;468", "children": [{"name": null, "role": "AXList", "description": "list", "role_description": "list", "value": 0, "position": "-391.00;-244.00", "size": "468;468", "children": []}, {"name": null, "role": "AXScrollBar", "description": null, "role_description": "scroll bar", "value": 0, "position": "-391.00;-244.00", "size": "0;0", "children": []}, {"name": null, "role": "AXScrollBar", "description": null, "role_description": "scroll bar", "value": 0, "position": "-391.00;-244.00", "size": "0;0", "children": []}]}, {"name": null, "role": "AXGroup", "description": "", "role_description": "group", "value": 0, "position": "-391.00;-244.00", "size": "468;24", "children": [{"name": null, "role": "AXImage", "description": "", "role_description": "image", "value": null, "position": "-391.00;-244.00", "size": "26;24", "children": []}]}, {"name": null, "role": "AXScrollArea", "description": null, "role_description": "scroll area", "value": 0, "position": "-391.00;-244.00", "size": "677;493", "children": [{"name": null, "role": "AXTable", "description": "table", "role_description": "table", "value": 0, "position": "-391.00;-244.00", "size": "677;468", "children": []}, {"name": null, "role": "AXScrollBar", "description": null, "role_description": "scroll bar", "value": 0, "position": "-391.00;-244.00", "size": "0;0", "children": []}, {"name": null, "role": "AXScrollBar", "description": null, "role_description": "scroll bar", "value": 0, "position": "-391.00;-244.00", "size": "0;0", "children": []}, {"name": null, "role": "AXStaticText", "description": "Name", "role_description": "text", "value": "Name", "position": "-391.00;-244.00", "size": "339;0", "children": []}, {"name": null, "role": "AXStaticText", "description": "Value", "role_description": "text", "value": "Value", "position": "-391.00;-244.00", "size": "338;0", "children": []}]}, {"name": null, "role": "AXGroup", "description": "Action Toolbar", "role_description": "group", "value": 0, "position": "-391.00;-244.00", "size": "677;24", "children": [{"name": null, "role": "AXButton", "description": "Add", "role_description": "button", "value": null, "position": "-391.00;-244.00", "size": "26;24", "children": []}, {"name": null, "role": "AXButton", "description": "Remove", "role_description": "button", "value": null, "position": "-391.00;-244.00", "size": "26;24", "children": []}, {"name": null, "role": "AXButton", "description": "Edit", "role_description": "button", "value": null, "position": "-391.00;-244.00", "size": "26;24", "children": []}]}, {"name": null, "role": "AXStaticText", "description": "Ignored Variables:", "role_description": "text", "value": "Ignored Variables:", "position": "-391.00;-244.00", "size": "111;17", "children": []}, {"name": null, "role": "AXTextField", "description": "Ignored Variables:", "role_description": "text field", "value": "", "position": "-391.00;-244.00", "size": "558;34", "children": []}, {"name": null, "role": "AXStaticText", "description": "use ; to separate ignored variables", "role_description": "text", "value": "use ; to separate ignored variables", "position": "-391.00;-244.00", "size": "180;14", "children": []}, {"name": null, "role": "AXScrollArea", "description": null, "role_description": "scroll area", "value": 0, "position": "-391.00;-244.00", "size": "711;600", "children": [{"name": null, "role": "AXScrollBar", "description": null, "role_description": "scroll bar", "value": 0, "position": "-391.00;-244.00", "size": "0;0", "children": []}, {"name": null, "role": "AXScrollBar", "description": null, "role_description": "scroll bar", "value": 0, "position": "-391.00;-244.00", "size": "0;0", "children": []}, {"name": null, "role": "AXCheckBox", "description": "Show action names and shortcuts in popup", "role_description": "checkbox", "value": 0, "position": "-391.00;-244.00", "size": "294;25", "children": []}, {"name": null, "role": "AXStaticText", "description": "Popup size:", "role_description": "text", "value": "Popup size:", "position": "-391.00;-244.00", "size": "71;17", "children": []}, {"name": null, "role": "AXPopUpButton", "description": "Popup size:", "role_description": "pop up button", "value": "Medium", "position": "-391.00;-244.00", "size": "106;34", "children": [{"name": null, "role": "AXPopUpButton", "description": null, "role_description": "pop up button", "value": null, "position": "-391.00;-244.00", "size": "0;0", "children": [{"name": null, "role": "AXMenuItem", "description": null, "role_description": "menu item", "value": null, "position": "-391.00;-244.00", "size": "0;0", "children": [{"name": null, "role": "AXList", "description": "list", "role_description": "list", "value": 0, "position": "-391.00;-244.00", "size": "0;0", "children": [{"name": null, "role": "AXRow", "description": "Small", "role_description": "row", "value": 0, "position": "-391.00;-244.00", "size": "0;24", "children": [{"name": null, "role": "AXStaticText", "description": "Small", "role_description": "text", "value": 0, "position": "-391.00;-244.00", "size": "0;24", "children": [{"name": null, "role": "AXStaticText", "description": "Small", "role_description": "text", "value": "Small", "position": "-391.00;-244.00", "size": "36;21", "children": []}]}]}, {"name": null, "role": "AXRow", "description": "Medium", "role_description": "row", "value": 0, "position": "-391.00;-244.00", "size": "0;24", "children": [{"name": null, "role": "AXStaticText", "description": "Medium", "role_description": "text", "value": 0, "position": "-391.00;-244.00", "size": "0;24", "children": [{"name": null, "role": "AXStaticText", "description": "Medium", "role_description": "text", "value": "Medium", "position": "-391.00;-244.00", "size": "36;21", "children": []}]}]}, {"name": null, "role": "AXRow", "description": "Large", "role_description": "row", "value": 0, "position": "-391.00;-244.00", "size": "0;24", "children": [{"name": null, "role": "AXStaticText", "description": "Large", "role_description": "text", "value": 0, "position": "-391.00;-244.00", "size": "0;24", "children": [{"name": null, "role": "AXStaticText", "description": "Large", "role_description": "text", "value": "Large", "position": "-391.00;-244.00", "size": "36;21", "children": []}]}]}]}, {"name": null, "role": "AXScrollBar", "description": null, "role_description": "scroll bar", "value": 0, "position": "-391.00;-244.00", "size": "0;0", "children": []}]}]}]}, {"name": null, "role": "AXStaticText", "description": "Display for:", "role_description": "text", "value": "Display for:", "position": "-391.00;-244.00", "size": "69;17", "children": []}, {"name": null, "role": "AXTextField", "description": "Display for:", "role_description": "text field", "value": "4", "position": "-391.00;-244.00", "size": "72;34", "children": []}, {"name": null, "role": "AXTextField", "description": "text/html", "role_description": "text field", "value": "\nseconds", "position": "-391.00;-244.00", "size": "506;17", "children": [{"name": null, "role": "AXTextField", "description": "text/html", "role_description": "text field", "value": null, "position": "-391.00;-244.00", "size": "0;0", "children": []}, {"name": null, "role": "AXTextField", "description": "text/html", "role_description": "text field", "value": null, "position": "-391.00;-244.00", "size": "52;17", "children": []}, {"name": null, "role": "AXTextField", "description": "text/html", "role_description": "text field", "value": null, "position": "-391.00;-244.00", "size": "0;17", "children": []}]}, {"name": null, "role": "AXStaticText", "description": "Position:", "role_description": "text", "value": "Position:", "position": "-391.00;-244.00", "size": "53;17", "children": []}, {"name": null, "role": "AXPopUpButton", "description": "Position:", "role_description": "pop up button", "value": "Bottom Center", "position": "-391.00;-244.00", "size": "147;34", "children": [{"name": null, "role": "AXPopUpButton", "description": null, "role_description": "pop up button", "value": null, "position": "-391.00;-244.00", "size": "0;0", "children": [{"name": null, "role": "AXMenuItem", "description": null, "role_description": "menu item", "value": null, "position": "-391.00;-244.00", "size": "0;0", "children": [{"name": null, "role": "AXList", "description": "list", "role_description": "list", "value": 0, "position": "-391.00;-244.00", "size": "0;0", "children": [{"name": null, "role": "AXRow", "description": "Top Left", "role_description": "row", "value": 0, "position": "-391.00;-244.00", "size": "0;24", "children": [{"name": null, "role": "AXStaticText", "description": "Top Left", "role_description": "text", "value": 0, "position": "-391.00;-244.00", "size": "0;24", "children": [{"name": null, "role": "AXStaticText", "description": "Top Left", "role_description": "text", "value": "Top Left", "position": "-391.00;-244.00", "size": "54;21", "children": []}]}]}, {"name": null, "role": "AXRow", "description": "Top Center", "role_description": "row", "value": 0, "position": "-391.00;-244.00", "size": "0;24", "children": [{"name": null, "role": "AXStaticText", "description": "Top Center", "role_description": "text", "value": 0, "position": "-391.00;-244.00", "size": "0;24", "children": [{"name": null, "role": "AXStaticText", "description": "Top Center", "role_description": "text", "value": "Top Center", "position": "-391.00;-244.00", "size": "54;21", "children": []}]}]}, {"name": null, "role": "AXRow", "description": "Top Right", "role_description": "row", "value": 0, "position": "-391.00;-244.00", "size": "0;24", "children": [{"name": null, "role": "AXStaticText", "description": "Top Right", "role_description": "text", "value": 0, "position": "-391.00;-244.00", "size": "0;24", "children": [{"name": null, "role": "AXStaticText", "description": "Top Right", "role_description": "text", "value": "Top Right", "position": "-391.00;-244.00", "size": "54;21", "children": []}]}]}, {"name": null, "role": "AXRow", "description": "Bottom Left", "role_description": "row", "value": 0, "position": "-391.00;-244.00", "size": "0;24", "children": [{"name": null, "role": "AXStaticText", "description": "Bottom Left", "role_description": "text", "value": 0, "position": "-391.00;-244.00", "size": "0;24", "children": [{"name": null, "role": "AXStaticText", "description": "Bottom Left", "role_description": "text", "value": "Bottom Left", "position": "-391.00;-244.00", "size": "54;21", "children": []}]}]}, {"name": null, "role": "AXRow", "description": "Bottom Center", "role_description": "row", "value": 0, "position": "-391.00;-244.00", "size": "0;24", "children": [{"name": null, "role": "AXStaticText", "description": "Bottom Center", "role_description": "text", "value": 0, "position": "-391.00;-244.00", "size": "0;24", "children": [{"name": null, "role": "AXStaticText", "description": "Bottom Center", "role_description": "text", "value": "Bottom Center", "position": "-391.00;-244.00", "size": "54;21", "children": []}]}]}, {"name": null, "role": "AXRow", "description": "Bottom Right", "role_description": "row", "value": 0, "position": "-391.00;-244.00", "size": "0;24", "children": [{"name": null, "role": "AXStaticText", "description": "Bottom Right", "role_description": "text", "value": 0, "position": "-391.00;-244.00", "size": "0;24", "children": [{"name": null, "role": "AXStaticText", "description": "Bottom Right", "role_description": "text", "value": "Bottom Right", "position": "-391.00;-244.00", "size": "54;21", "children": []}]}]}]}, {"name": null, "role": "AXScrollBar", "description": null, "role_description": "scroll bar", "value": 0, "position": "-391.00;-244.00", "size": "0;0", "children": []}]}]}]}, {"name": null, "role": "AXStaticText", "description": "Keymaps", "role_description": "text", "value": "Keymaps", "position": "-391.00;-244.00", "size": "57;17", "children": []}, {"name": null, "role": "AXStaticText", "description": "Main:", "role_description": "text", "value": "Main:", "position": "-391.00;-244.00", "size": "33;17", "children": []}, {"name": null, "role": "AXPopUpButton", "description": "Main:", "role_description": "pop up button", "value": "macOS", "position": "-391.00;-244.00", "size": "213;34", "children": [{"name": null, "role": "AXPopUpButton", "description": null, "role_description": "pop up button", "value": null, "position": "-391.00;-244.00", "size": "0;0", "children": [{"name": null, "role": "AXMenuItem", "description": null, "role_description": "menu item", "value": null, "position": "-391.00;-244.00", "size": "0;0", "children": [{"name": null, "role": "AXList", "description": "list", "role_description": "list", "value": 0, "position": "-391.00;-244.00", "size": "0;0", "children": [{"name": null, "role": "AXRow", "description": "Windows", "role_description": "row", "value": 0, "position": "-391.00;-244.00", "size": "0;24", "children": [{"name": null, "role": "AXStaticText", "description": "Windows", "role_description": "text", "value": 0, "position": "-391.00;-244.00", "size": "0;24", "children": [{"name": null, "role": "AXStaticText", "description": "Windows", "role_description": "text", "value": "Windows", "position": "-391.00;-244.00", "size": "59;21", "children": []}]}]}, {"name": null, "role": "AXRow", "description": "macOS", "role_description": "row", "value": 0, "position": "-391.00;-244.00", "size": "0;24", "children": [{"name": null, "role": "AXStaticText", "description": "macOS", "role_description": "text", "value": 0, "position": "-391.00;-244.00", "size": "0;24", "children": [{"name": null, "role": "AXStaticText", "description": "macOS", "role_description": "text", "value": "macOS", "position": "-391.00;-244.00", "size": "59;21", "children": []}]}]}, {"name": null, "role": "AXRow", "description": "IntelliJ IDEA Classic", "role_description": "row", "value": 0, "position": "-391.00;-244.00", "size": "0;24", "children": [{"name": null, "role": "AXStaticText", "description": "IntelliJ IDEA Classic", "role_description": "text", "value": 0, "position": "-391.00;-244.00", "size": "0;24", "children": [{"name": null, "role": "AXStaticText", "description": "IntelliJ IDEA Classic", "role_description": "text", "value": "IntelliJ IDEA Classic", "position": "-391.00;-244.00", "size": "59;21", "children": []}]}]}, {"name": null, "role": "AXRow", "description": "macOS System Shortcuts", "role_description": "row", "value": 0, "position": "-391.00;-244.00", "size": "0;24", "children": [{"name": null, "role": "AXStaticText", "description": "macOS System Shortcuts", "role_description": "text", "value": 0, "position": "-391.00;-244.00", "size": "0;24", "children": [{"name": null, "role": "AXStaticText", "description": "macOS System Shortcuts", "role_description": "text", "value": "macOS System Shortcuts", "position": "-391.00;-244.00", "size": "59;21", "children": []}]}]}, {"name": null, "role": "AXRow", "description": "Emacs", "role_description": "row", "value": 0, "position": "-391.00;-244.00", "size": "0;24", "children": [{"name": null, "role": "AXStaticText", "description": "Emacs", "role_description": "text", "value": 0, "position": "-391.00;-244.00", "size": "0;24", "children": [{"name": null, "role": "AXStaticText", "description": "Emacs", "role_description": "text", "value": "Emacs", "position": "-391.00;-244.00", "size": "59;21", "children": []}]}]}, {"name": null, "role": "AXRow", "description": "Sublime Text", "role_description": "row", "value": 0, "position": "-391.00;-244.00", "size": "0;24", "children": [{"name": null, "role": "AXStaticText", "description": "Sublime Text", "role_description": "text", "value": 0, "position": "-391.00;-244.00", "size": "0;24", "children": [{"name": null, "role": "AXStaticText", "description": "Sublime Text", "role_description": "text", "value": "Sublime Text", "position": "-391.00;-244.00", "size": "59;21", "children": []}]}]}, {"name": null, "role": "AXRow", "description": "Sublime Text (macOS)", "role_description": "row", "value": 0, "position": "-391.00;-244.00", "size": "0;24", "children": [{"name": null, "role": "AXStaticText", "description": "Sublime Text (macOS)", "role_description": "text", "value": 0, "position": "-391.00;-244.00", "size": "0;24", "children": [{"name": null, "role": "AXStaticText", "description": "Sublime Text (macOS)", "role_description": "text", "value": "Sublime Text (macOS)", "position": "-391.00;-244.00", "size": "59;21", "children": []}]}]}]}, {"name": null, "role": "AXScrollBar", "description": null, "role_description": "scroll bar", "value": 0, "position": "-391.00;-244.00", "size": "0;0", "children": []}]}]}]}, {"name": null, "role": "AXStaticText", "description": "Label:", "role_description": "text", "value": "Label:", "position": "-391.00;-244.00", "size": "37;17", "children": []}, {"name": null, "role": "AXTextField", "description": "Label:", "role_description": "text field", "value": "macOS", "position": "-391.00;-244.00", "size": "204;34", "children": []}, {"name": null, "role": "AXCheckBox", "description": "Additional:", "role_description": "checkbox", "value": 0, "position": "-391.00;-244.00", "size": "93;25", "children": []}, {"name": null, "role": "AXPopUpButton", "description": null, "role_description": "pop up button", "value": "Windows", "position": "-391.00;-244.00", "size": "213;34", "children": [{"name": null, "role": "AXPopUpButton", "description": null, "role_description": "pop up button", "value": null, "position": "-391.00;-244.00", "size": "0;0", "children": [{"name": null, "role": "AXMenuItem", "description": null, "role_description": "menu item", "value": null, "position": "-391.00;-244.00", "size": "0;0", "children": [{"name": null, "role": "AXList", "description": "list", "role_description": "list", "value": 0, "position": "-391.00;-244.00", "size": "0;0", "children": [{"name": null, "role": "AXRow", "description": "Windows", "role_description": "row", "value": 0, "position": "-391.00;-244.00", "size": "0;24", "children": [{"name": null, "role": "AXStaticText", "description": "Windows", "role_description": "text", "value": 0, "position": "-391.00;-244.00", "size": "0;24", "children": [{"name": null, "role": "AXStaticText", "description": "Windows", "role_description": "text", "value": "Windows", "position": "-391.00;-244.00", "size": "59;21", "children": []}]}]}, {"name": null, "role": "AXRow", "description": "macOS", "role_description": "row", "value": 0, "position": "-391.00;-244.00", "size": "0;24", "children": [{"name": null, "role": "AXStaticText", "description": "macOS", "role_description": "text", "value": 0, "position": "-391.00;-244.00", "size": "0;24", "children": [{"name": null, "role": "AXStaticText", "description": "macOS", "role_description": "text", "value": "macOS", "position": "-391.00;-244.00", "size": "59;21", "children": []}]}]}, {"name": null, "role": "AXRow", "description": "IntelliJ IDEA Classic", "role_description": "row", "value": 0, "position": "-391.00;-244.00", "size": "0;24", "children": [{"name": null, "role": "AXStaticText", "description": "IntelliJ IDEA Classic", "role_description": "text", "value": 0, "position": "-391.00;-244.00", "size": "0;24", "children": [{"name": null, "role": "AXStaticText", "description": "IntelliJ IDEA Classic", "role_description": "text", "value": "IntelliJ IDEA Classic", "position": "-391.00;-244.00", "size": "59;21", "children": []}]}]}, {"name": null, "role": "AXRow", "description": "macOS System Shortcuts", "role_description": "row", "value": 0, "position": "-391.00;-244.00", "size": "0;24", "children": [{"name": null, "role": "AXStaticText", "description": "macOS System Shortcuts", "role_description": "text", "value": 0, "position": "-391.00;-244.00", "size": "0;24", "children": [{"name": null, "role": "AXStaticText", "description": "macOS System Shortcuts", "role_description": "text", "value": "macOS System Shortcuts", "position": "-391.00;-244.00", "size": "59;21", "children": []}]}]}, {"name": null, "role": "AXRow", "description": "Emacs", "role_description": "row", "value": 0, "position": "-391.00;-244.00", "size": "0;24", "children": [{"name": null, "role": "AXStaticText", "description": "Emacs", "role_description": "text", "value": 0, "position": "-391.00;-244.00", "size": "0;24", "children": [{"name": null, "role": "AXStaticText", "description": "Emacs", "role_description": "text", "value": "Emacs", "position": "-391.00;-244.00", "size": "59;21", "children": []}]}]}, {"name": null, "role": "AXRow", "description": "Sublime Text", "role_description": "row", "value": 0, "position": "-391.00;-244.00", "size": "0;24", "children": [{"name": null, "role": "AXStaticText", "description": "Sublime Text", "role_description": "text", "value": 0, "position": "-391.00;-244.00", "size": "0;24", "children": [{"name": null, "role": "AXStaticText", "description": "Sublime Text", "role_description": "text", "value": "Sublime Text", "position": "-391.00;-244.00", "size": "59;21", "children": []}]}]}, {"name": null, "role": "AXRow", "description": "Sublime Text (macOS)", "role_description": "row", "value": 0, "position": "-391.00;-244.00", "size": "0;24", "children": [{"name": null, "role": "AXStaticText", "description": "Sublime Text (macOS)", "role_description": "text", "value": 0, "position": "-391.00;-244.00", "size": "0;24", "children": [{"name": null, "role": "AXStaticText", "description": "Sublime Text (macOS)", "role_description": "text", "value": "Sublime Text (macOS)", "position": "-391.00;-244.00", "size": "59;21", "children": []}]}]}]}, {"name": null, "role": "AXScrollBar", "description": null, "role_description": "scroll bar", "value": 0, "position": "-391.00;-244.00", "size": "0;0", "children": []}]}]}]}, {"name": null, "role": "AXStaticText", "description": "Label:", "role_description": "text", "value": "Label:", "position": "-391.00;-244.00", "size": "37;17", "children": []}, {"name": null, "role": "AXTextField", "description": "Label:", "role_description": "text field", "value": "Win/Linux", "position": "-391.00;-244.00", "size": "204;34", "children": []}]}, {"name": null, "role": "AXPopUpButton", "description": null, "role_description": "pop up button", "value": "macOS", "position": "-391.00;-244.00", "size": "200;34", "children": [{"name": null, "role": "AXPopUpButton", "description": null, "role_description": "pop up button", "value": null, "position": "-391.00;-244.00", "size": "0;0", "children": []}]}, {"name": null, "role": "AXTextField", "description": null, "role_description": "text field", "value": "", "position": "-391.00;-244.00", "size": "200;34", "children": []}, {"name": null, "role": "AXGroup", "description": "Action Toolbar", "role_description": "group", "value": 0, "position": "-391.00;-244.00", "size": "26;34", "children": [{"name": null, "role": "AXButton", "description": "Show Scheme Actions", "role_description": "button", "value": null, "position": "-391.00;-244.00", "size": "26;24", "children": []}]}, {"name": null, "role": "AXStaticText", "description": null, "role_description": "text", "value": null, "position": "-391.00;-244.00", "size": "0;0", "children": []}, {"name": null, "role": "AXLink", "description": "Get more keymaps in Settings | Plugins", "role_description": "link", "value": null, "position": "-391.00;-244.00", "size": "243;17", "children": []}, {"name": null, "role": "AXGroup", "description": "Action Toolbar", "role_description": "group", "value": 0, "position": "-391.00;-244.00", "size": "339;34", "children": [{"name": null, "role": "AXButton", "description": "Expand All", "role_description": "button", "value": null, "position": "-391.00;-244.00", "size": "26;24", "children": []}, {"name": null, "role": "AXButton", "description": "Collapse All", "role_description": "button", "value": null, "position": "-391.00;-244.00", "size": "26;24", "children": []}, {"name": null, "role": "AXButton", "description": "Edit Shortcut", "role_description": "button", "value": null, "position": "-391.00;-244.00", "size": "26;24", "children": []}, {"name": null, "role": "AXButton", "description": "Show conflicts with system shortcuts", "role_description": "button", "value": null, "position": "-391.00;-244.00", "size": "26;24", "children": []}]}, {"name": null, "role": "AXTextField", "description": "Message text filter", "role_description": "text field", "value": "", "position": "-391.00;-244.00", "size": "273;34", "children": []}, {"name": null, "role": "AXGroup", "description": "Action Toolbar", "role_description": "group", "value": 0, "position": "-391.00;-244.00", "size": "66;34", "children": [{"name": null, "role": "AXButton", "description": "Find Actions by Shortcut", "role_description": "button", "value": null, "position": "-391.00;-244.00", "size": "26;24", "children": []}, {"name": null, "role": "AXButton", "description": "Clear Filtering", "role_description": "button", "value": null, "position": "-391.00;-244.00", "size": "26;24", "children": []}]}, {"name": null, "role": "AXScrollArea", "description": null, "role_description": "scroll area", "value": 0, "position": "-391.00;-244.00", "size": "679;424", "children": [{"name": null, "role": "AXScrollBar", "description": null, "role_description": "scroll bar", "value": 0, "position": "-391.00;-244.00", "size": "14;422", "children": []}, {"name": null, "role": "AXScrollBar", "description": null, "role_description": "scroll bar", "value": 0, "position": "-391.00;-244.00", "size": "0;0", "children": []}, {"name": null, "role": "AXOutline", "description": "tree", "role_description": "outline", "value": 0, "position": "-391.00;-244.00", "size": "677;422", "children": [{"name": null, "role": "AXRow", "description": "Editor Actions", "role_description": "row", "value": 0, "position": "-391.00;-244.00", "size": "112;24", "children": [{"name": null, "role": "AXStaticText", "description": "Editor Actions", "role_description": "text", "value": 0, "position": "-391.00;-244.00", "size": "112;24", "children": []}]}, {"name": null, "role": "No role", "description": "", "role_description": "", "value": null, "position": "", "size": "", "children": []}, {"name": null, "role": "No role", "description": "", "role_description": "", "value": null, "position": "", "size": "", "children": []}, {"name": null, "role": "No role", "description": "", "role_description": "", "value": null, "position": "", "size": "", "children": []}, {"name": null, "role": "No role", "description": "", "role_description": "", "value": null, "position": "", "size": "", "children": []}, {"name": null, "role": "No role", "description": "", "role_description": "", "value": null, "position": "", "size": "", "children": []}, {"name": null, "role": "No role", "description": "", "role_description": "", "value": null, "position": "", "size": "", "children": []}, {"name": null, "role": "No role", "description": "", "role_description": "", "value": null, "position": "", "size": "", "children": []}, {"name": null, "role": "No role", "description": "", "role_description": "", "value": null, "position": "", "size": "", "children": []}, {"name": null, "role": "No role", "description": "", "role_description": "", "value": null, "position": "", "size": "", "children": []}, {"name": null, "role": "No role", "description": "", "role_description": "", "value": null, "position": "", "size": "", "children": []}]}]}, {"name": null, "role": "AXStaticText", "description": "Select Previous Tab, Find Action..., Second Basic Completion and 3 more shortcuts conflict with the macOS system shortcuts. Assign custom shortcuts or change the macOS system settings.", "role_description": "text", "value": "Select Previous Tab, Find Action..., Second Basic Completion and 3 more shortcuts conflict with the macOS system shortcuts. Assign custom shortcuts or change the macOS system settings.", "position": "-391.00;-244.00", "size": "793;34", "children": [{"name": null, "role": "AXImage", "description": null, "role_description": "image", "value": null, "position": "-391.00;-244.00", "size": "16;34", "children": []}, {"name": null, "role": "AXTextField", "description": "text/html", "role_description": "text field", "value": "\nSelect Previous Tab, Find Action..., Second Basic Completion and 3 more shortcuts conflict with the macOS system shortcuts. Assign custom shortcuts or change the macOS system settings.", "position": "-391.00;-244.00", "size": "773;34", "children": [{"name": null, "role": "AXTextField", "description": "text/html", "role_description": "text field", "value": null, "position": "-391.00;-244.00", "size": "0;0", "children": []}, {"name": null, "role": "AXTextField", "description": "text/html", "role_description": "text field", "value": null, "position": "-391.00;-244.00", "size": "123;17", "children": []}, {"name": null, "role": "AXTextField", "description": "text/html", "role_description": "text field", "value": null, "position": "-391.00;-244.00", "size": "7;17", "children": []}, {"name": null, "role": "AXTextField", "description": "text/html", "role_description": "text field", "value": null, "position": "-391.00;-244.00", "size": "80;17", "children": []}, {"name": null, "role": "AXTextField", "description": "text/html", "role_description": "text field", "value": null, "position": "-391.00;-244.00", "size": "7;17", "children": []}, {"name": null, "role": "AXTextField", "description": "text/html", "role_description": "text field", "value": null, "position": "-391.00;-244.00", "size": "157;17", "children": []}, {"name": null, "role": "AXTextField", "description": "text/html", "role_description": "text field", "value": null, "position": "-391.00;-244.00", "size": "30;17", "children": []}, {"name": null, "role": "AXTextField", "description": "text/html", "role_description": "text field", "value": null, "position": "-391.00;-244.00", "size": "43;17", "children": []}, {"name": null, "role": "AXTextField", "description": "text/html", "role_description": "text field", "value": null, "position": "-391.00;-244.00", "size": "325;17", "children": []}, {"name": null, "role": "AXTextField", "description": "text/html", "role_description": "text field", "value": null, "position": "-391.00;-244.00", "size": "393;17", "children": []}, {"name": null, "role": "AXTextField", "description": "text/html", "role_description": "text field", "value": null, "position": "-391.00;-244.00", "size": "0;17", "children": []}]}]}, {"name": null, "role": "AXScrollArea", "description": null, "role_description": "scroll area", "value": 0, "position": "-391.00;-244.00", "size": "711;600", "children": [{"name": null, "role": "AXScrollBar", "description": null, "role_description": "scroll bar", "value": 0, "position": "-391.00;-244.00", "size": "14;600", "children": []}, {"name": null, "role": "AXScrollBar", "description": null, "role_description": "scroll bar", "value": 0, "position": "-391.00;-244.00", "size": "0;0", "children": []}, {"name": null, "role": "AXStaticText", "description": "Mouse Control", "role_description": "text", "value": "Mouse Control", "position": "-391.00;-244.00", "size": "90;17", "children": []}, {"name": null, "role": "AXCheckBox", "description": "Change font size with Command+Mouse Wheel in:", "role_description": "checkbox", "value": 0, "position": "-391.00;-244.00", "size": "338;25", "children": []}, {"name": null, "role": "AXRadioButton", "description": "Active editor", "role_description": "radio button", "value": 1, "position": "-391.00;-244.00", "size": "106;25", "children": []}, {"name": null, "role": "AXRadioButton", "description": "All editors", "role_description": "radio button", "value": 0, "position": "-391.00;-244.00", "size": "89;25", "children": []}, {"name": null, "role": "AXCheckBox", "description": "Move code fragments with drag-and-drop", "role_description": "checkbox", "value": 1, "position": "-391.00;-244.00", "size": "288;25", "children": []}, {"name": null, "role": "AXTextField", "description": "text/html", "role_description": "text field", "value": "\nTo copy, hold Command while dragging", "position": "-391.00;-244.00", "size": "351;15", "children": [{"name": null, "role": "AXTextField", "description": "text/html", "role_description": "text field", "value": null, "position": "-391.00;-244.00", "size": "0;0", "children": []}, {"name": null, "role": "AXTextField", "description": "text/html", "role_description": "text field", "value": null, "position": "-391.00;-244.00", "size": "225;15", "children": []}, {"name": null, "role": "AXTextField", "description": "text/html", "role_description": "text field", "value": null, "position": "-391.00;-244.00", "size": "0;15", "children": []}]}, {"name": null, "role": "AXStaticText", "description": "Soft Wraps", "role_description": "text", "value": "Soft Wraps", "position": "-391.00;-244.00", "size": "68;17", "children": []}, {"name": null, "role": "AXCheckBox", "description": "Soft-wrap these files:", "role_description": "checkbox", "value": 0, "position": "-391.00;-244.00", "size": "161;25", "children": []}, {"name": null, "role": "AXTextField", "description": "Use * and ? as wildcards and ; to separate patterns", "role_description": "text field", "value": "*.md; *.txt; *.rst; *.adoc", "position": "-391.00;-244.00", "size": "402;34", "children": []}, {"name": null, "role": "AXTextField", "description": "text/html", "role_description": "text field", "value": "\nUse * and ? as wildcards and ; to separate patterns", "position": "-391.00;-244.00", "size": "290;15", "children": [{"name": null, "role": "AXTextField", "description": "text/html", "role_description": "text field", "value": null, "position": "-391.00;-244.00", "size": "0;0", "children": []}, {"name": null, "role": "AXTextField", "description": "text/html", "role_description": "text field", "value": null, "position": "-391.00;-244.00", "size": "290;15", "children": []}, {"name": null, "role": "AXTextField", "description": "text/html", "role_description": "text field", "value": null, "position": "-391.00;-244.00", "size": "0;15", "children": []}]}, {"name": null, "role": "AXCheckBox", "description": "Use the original line's indent for wrapped fragments", "role_description": "checkbox", "value": 1, "position": "-391.00;-244.00", "size": "346;25", "children": []}, {"name": null, "role": "AXStaticText", "description": "Add additional indent:", "role_description": "text", "value": "Add additional indent:", "position": "-391.00;-244.00", "size": "135;17", "children": []}, {"name": null, "role": "AXTextField", "description": "Add additional indent:", "role_description": "text field", "value": "0", "position": "-391.00;-244.00", "size": "49;34", "children": []}, {"name": null, "role": "AXStaticText", "description": "symbols", "role_description": "text", "value": "symbols", "position": "-391.00;-244.00", "size": "51;17", "children": []}, {"name": null, "role": "AXCheckBox", "description": "Only show soft-wrap indicators for the current line", "role_description": "checkbox", "value": 1, "position": "-391.00;-244.00", "size": "338;25", "children": []}, {"name": null, "role": "AXStaticText", "description": "Virtual Space", "role_description": "text", "value": "Virtual Space", "position": "-391.00;-244.00", "size": "81;17", "children": []}, {"name": null, "role": "AXStaticText", "description": "Allow caret placement:", "role_description": "text", "value": "Allow caret placement:", "position": "-391.00;-244.00", "size": "140;17", "children": []}, {"name": null, "role": "AXCheckBox", "description": "After the end of line", "role_description": "checkbox", "value": 0, "position": "-391.00;-244.00", "size": "150;25", "children": []}, {"name": null, "role": "AXCheckBox", "description": "Inside tabs", "role_description": "checkbox", "value": 0, "position": "-391.00;-244.00", "size": "95;25", "children": []}, {"name": null, "role": "AXCheckBox", "description": "Show virtual space at the bottom of the file", "role_description": "checkbox", "value": 0, "position": "-391.00;-244.00", "size": "294;25", "children": []}, {"name": null, "role": "AXStaticText", "description": "Scroll Offset", "role_description": "text", "value": "Scroll Offset", "position": "-391.00;-244.00", "size": "76;17", "children": []}, {"name": null, "role": "AXStaticText", "description": "Vertical scroll offset:", "role_description": "text", "value": "Vertical scroll offset:", "position": "-391.00;-244.00", "size": "127;17", "children": []}, {"name": null, "role": "AXTextField", "description": "Vertical scroll offset:", "role_description": "text field", "value": "1", "position": "-391.00;-244.00", "size": "72;34", "children": []}, {"name": null, "role": "AXStaticText", "description": "Vertical scroll jump:", "role_description": "text", "value": "Vertical scroll jump:", "position": "-391.00;-244.00", "size": "120;17", "children": []}, {"name": null, "role": "AXTextField", "description": "Vertical scroll jump:", "role_description": "text field", "value": "0", "position": "-391.00;-244.00", "size": "72;34", "children": []}, {"name": null, "role": "AXStaticText", "description": "Horizontal scroll offset:", "role_description": "text", "value": "Horizontal scroll offset:", "position": "-391.00;-244.00", "size": "143;17", "children": []}, {"name": null, "role": "AXTextField", "description": "Horizontal scroll offset:", "role_description": "text field", "value": "3", "position": "-391.00;-244.00", "size": "72;34", "children": []}, {"name": null, "role": "AXStaticText", "description": "Horizontal scroll jump:", "role_description": "text", "value": "Horizontal scroll jump:", "position": "-391.00;-244.00", "size": "136;17", "children": []}, {"name": null, "role": "AXTextField", "description": "Horizontal scroll jump:", "role_description": "text field", "value": "0", "position": "-391.00;-244.00", "size": "72;34", "children": []}, {"name": null, "role": "AXStaticText", "description": "Caret Movement", "role_description": "text", "value": "Caret Movement", "position": "-391.00;-244.00", "size": "103;17", "children": []}, {"name": null, "role": "AXStaticText", "description": "When moving by words:", "role_description": "text", "value": "When moving by words:", "position": "-391.00;-244.00", "size": "148;17", "children": []}, {"name": null, "role": "AXPopUpButton", "description": "When moving by words:", "role_description": "pop up button", "value": "Jump to the current word boundaries PyCharm default", "position": "-391.00;-244.00", "size": "428;34", "children": [{"name": null, "role": "AXPopUpButton", "description": null, "role_description": "pop up button", "value": null, "position": "-391.00;-244.00", "size": "0;0", "children": []}]}, {"name": null, "role": "AXStaticText", "description": "Upon line break:", "role_description": "text", "value": "Upon line break:", "position": "-391.00;-244.00", "size": "100;17", "children": []}, {"name": null, "role": "AXPopUpButton", "description": "Upon line break:", "role_description": "pop up button", "value": "Jump to the next/previous line boundaries PyCharm default", "position": "-391.00;-244.00", "size": "428;34", "children": [{"name": null, "role": "AXPopUpButton", "description": null, "role_description": "pop up button", "value": null, "position": "-391.00;-244.00", "size": "0;0", "children": []}]}, {"name": null, "role": "AXStaticText", "description": "Scrolling", "role_description": "text", "value": "Scrolling", "position": "-391.00;-244.00", "size": "53;17", "children": []}, {"name": null, "role": "AXCheckBox", "description": "Enable smooth scrolling", "role_description": "checkbox", "value": 1, "position": "-391.00;-244.00", "size": "174;25", "children": []}, {"name": null, "role": "AXStaticText", "description": "Caret behavior:", "role_description": "text", "value": "Caret behavior:", "position": "-391.00;-244.00", "size": "95;17", "children": []}, {"name": null, "role": "AXRadioButton", "description": "Keep the caret in place, scroll editor canvas", "role_description": "radio button", "value": 1, "position": "-391.00;-244.00", "size": "297;25", "children": []}, {"name": null, "role": "AXRadioButton", "description": "Move caret, minimize editor scrolling", "role_description": "radio button", "value": 0, "position": "-391.00;-244.00", "size": "254;25", "children": []}, {"name": null, "role": "AXStaticText", "description": "Rich-Text Copy", "role_description": "text", "value": "Rich-Text Copy", "position": "-391.00;-244.00", "size": "96;17", "children": []}, {"name": null, "role": "AXCheckBox", "description": "Copy (⌘C) as rich text", "role_description": "checkbox", "value": 1, "position": "-391.00;-244.00", "size": "168;25", "children": []}, {"name": null, "role": "AXTextField", "description": "text/html", "role_description": "text field", "value": "\nAll formatting will be copied, including font, colors and so on", "position": "-391.00;-244.00", "size": "471;15", "children": [{"name": null, "role": "AXTextField", "description": "text/html", "role_description": "text field", "value": null, "position": "-391.00;-244.00", "size": "0;0", "children": []}, {"name": null, "role": "AXTextField", "description": "text/html", "role_description": "text field", "value": null, "position": "-391.00;-244.00", "size": "342;15", "children": []}, {"name": null, "role": "AXTextField", "description": "text/html", "role_description": "text field", "value": null, "position": "-391.00;-244.00", "size": "0;15", "children": []}]}, {"name": null, "role": "AXStaticText", "description": "Color scheme for copied fragment:", "role_description": "text", "value": "Color scheme for copied fragment:", "position": "-391.00;-244.00", "size": "214;17", "children": []}, {"name": null, "role": "AXPopUpButton", "description": "Color scheme for copied fragment:", "role_description": "pop up button", "value": "Active scheme", "position": "-391.00;-244.00", "size": "213;34", "children": [{"name": null, "role": "AXPopUpButton", "description": null, "role_description": "pop up button", "value": null, "position": "-391.00;-244.00", "size": "0;0", "children": [{"name": null, "role": "AXMenuItem", "description": null, "role_description": "menu item", "value": null, "position": "-391.00;-244.00", "size": "0;0", "children": [{"name": null, "role": "AXList", "description": "list", "role_description": "list", "value": 0, "position": "-391.00;-244.00", "size": "0;0", "children": [{"name": null, "role": "AXRow", "description": "Active scheme", "role_description": "row", "value": 0, "position": "-391.00;-244.00", "size": "0;24", "children": [{"name": null, "role": "AXStaticText", "description": "Active scheme", "role_description": "text", "value": 0, "position": "-391.00;-244.00", "size": "0;24", "children": [{"name": null, "role": "AXStaticText", "description": "Active scheme", "role_description": "text", "value": "Active scheme", "position": "-391.00;-244.00", "size": "93;21", "children": []}]}]}, {"name": null, "role": "AXRow", "description": "Light", "role_description": "row", "value": 0, "position": "-391.00;-244.00", "size": "0;24", "children": [{"name": null, "role": "AXStaticText", "description": "Light", "role_description": "text", "value": 0, "position": "-391.00;-244.00", "size": "0;24", "children": [{"name": null, "role": "AXStaticText", "description": "Light", "role_description": "text", "value": "Light", "position": "-391.00;-244.00", "size": "93;21", "children": []}]}]}, {"name": null, "role": "AXRow", "description": "Dark", "role_description": "row", "value": 0, "position": "-391.00;-244.00", "size": "0;24", "children": [{"name": null, "role": "AXStaticText", "description": "Dark", "role_description": "text", "value": 0, "position": "-391.00;-244.00", "size": "0;24", "children": [{"name": null, "role": "AXStaticText", "description": "Dark", "role_description": "text", "value": "Dark", "position": "-391.00;-244.00", "size": "93;21", "children": []}]}]}, {"name": null, "role": "AXRow", "description": "High Contrast", "role_description": "row", "value": 0, "position": "-391.00;-244.00", "size": "0;24", "children": [{"name": null, "role": "AXStaticText", "description": "High Contrast", "role_description": "text", "value": 0, "position": "-391.00;-244.00", "size": "0;24", "children": [{"name": null, "role": "AXStaticText", "description": "High Contrast", "role_description": "text", "value": "High Contrast", "position": "-391.00;-244.00", "size": "93;21", "children": []}]}]}, {"name": null, "role": "AXRow", "description": "Classic Light", "role_description": "row", "value": 0, "position": "-391.00;-244.00", "size": "0;24", "children": [{"name": null, "role": "AXStaticText", "description": "Classic Light", "role_description": "text", "value": 0, "position": "-391.00;-244.00", "size": "0;24", "children": [{"name": null, "role": "AXStaticText", "description": "Classic Light", "role_description": "text", "value": "Classic Light", "position": "-391.00;-244.00", "size": "93;21", "children": []}]}]}, {"name": null, "role": "AXRow", "description": "Darcula", "role_description": "row", "value": 0, "position": "-391.00;-244.00", "size": "0;24", "children": [{"name": null, "role": "AXStaticText", "description": "Darcula", "role_description": "text", "value": 0, "position": "-391.00;-244.00", "size": "0;24", "children": [{"name": null, "role": "AXStaticText", "description": "Darcula", "role_description": "text", "value": "Darcula", "position": "-391.00;-244.00", "size": "93;21", "children": []}]}]}, {"name": null, "role": "AXRow", "description": "Darcula Contrast", "role_description": "row", "value": 0, "position": "-391.00;-244.00", "size": "0;24", "children": [{"name": null, "role": "AXStaticText", "description": "Darcula Contrast", "role_description": "text", "value": 0, "position": "-391.00;-244.00", "size": "0;24", "children": [{"name": null, "role": "AXStaticText", "description": "Darcula Contrast", "role_description": "text", "value": "Darcula Contrast", "position": "-391.00;-244.00", "size": "93;21", "children": []}]}]}, {"name": null, "role": "AXRow", "description": "Github", "role_description": "row", "value": 0, "position": "-391.00;-244.00", "size": "0;24", "children": [{"name": null, "role": "AXStaticText", "description": "Github", "role_description": "text", "value": 0, "position": "-391.00;-244.00", "size": "0;24", "children": [{"name": null, "role": "AXStaticText", "description": "Github", "role_description": "text", "value": "Github", "position": "-391.00;-244.00", "size": "93;21", "children": []}]}]}, {"name": null, "role": "AXRow", "description": "IntelliJ Light", "role_description": "row", "value": 0, "position": "-391.00;-244.00", "size": "0;24", "children": [{"name": null, "role": "AXStaticText", "description": "IntelliJ Light", "role_description": "text", "value": 0, "position": "-391.00;-244.00", "size": "0;24", "children": [{"name": null, "role": "AXStaticText", "description": "IntelliJ Light", "role_description": "text", "value": "IntelliJ Light", "position": "-391.00;-244.00", "size": "93;21", "children": []}]}]}, {"name": null, "role": "AXRow", "description": "Monokai", "role_description": "row", "value": 0, "position": "-391.00;-244.00", "size": "0;24", "children": [{"name": null, "role": "AXStaticText", "description": "Monokai", "role_description": "text", "value": 0, "position": "-391.00;-244.00", "size": "0;24", "children": [{"name": null, "role": "AXStaticText", "description": "Monokai", "role_description": "text", "value": "Monokai", "position": "-391.00;-244.00", "size": "93;21", "children": []}]}]}, {"name": null, "role": "AXRow", "description": "Twilight", "role_description": "row", "value": 0, "position": "-391.00;-244.00", "size": "0;24", "children": [{"name": null, "role": "AXStaticText", "description": "Twilight", "role_description": "text", "value": 0, "position": "-391.00;-244.00", "size": "0;24", "children": [{"name": null, "role": "AXStaticText", "description": "Twilight", "role_description": "text", "value": "Twilight", "position": "-391.00;-244.00", "size": "93;21", "children": []}]}]}, {"name": null, "role": "AXRow", "description": "WarmNeon", "role_description": "row", "value": 0, "position": "-391.00;-244.00", "size": "0;24", "children": [{"name": null, "role": "AXStaticText", "description": "WarmNeon", "role_description": "text", "value": 0, "position": "-391.00;-244.00", "size": "0;24", "children": [{"name": null, "role": "AXStaticText", "description": "WarmNeon", "role_description": "text", "value": "WarmNeon", "position": "-391.00;-244.00", "size": "93;21", "children": []}]}]}]}, {"name": null, "role": "AXScrollBar", "description": null, "role_description": "scroll bar", "value": 0, "position": "-391.00;-244.00", "size": "0;0", "children": []}]}]}]}, {"name": null, "role": "AXStaticText", "description": "On Save", "role_description": "text", "value": "On Save", "position": "-391.00;-244.00", "size": "52;17", "children": []}, {"name": null, "role": "AXCheckBox", "description": "Remove trailing spaces on:", "role_description": "checkbox", "value": 1, "position": "-391.00;-244.00", "size": "193;25", "children": []}, {"name": null, "role": "AXPopUpButton", "description": null, "role_description": "pop up button", "value": "Modified lines", "position": "-391.00;-244.00", "size": "142;34", "children": [{"name": null, "role": "AXPopUpButton", "description": null, "role_description": "pop up button", "value": null, "position": "-391.00;-244.00", "size": "0;0", "children": [{"name": null, "role": "AXMenuItem", "description": null, "role_description": "menu item", "value": null, "position": "-391.00;-244.00", "size": "0;0", "children": [{"name": null, "role": "AXList", "description": "list", "role_description": "list", "value": 0, "position": "-391.00;-244.00", "size": "0;0", "children": [{"name": null, "role": "AXRow", "description": "Modified lines", "role_description": "row", "value": 0, "position": "-391.00;-244.00", "size": "0;24", "children": [{"name": null, "role": "AXStaticText", "description": "Modified lines", "role_description": "text", "value": 0, "position": "-391.00;-244.00", "size": "0;24", "children": [{"name": null, "role": "AXStaticText", "description": "Modified lines", "role_description": "text", "value": "Modified lines", "position": "-391.00;-244.00", "size": "88;21", "children": []}]}]}, {"name": null, "role": "AXRow", "description": "All lines", "role_description": "row", "value": 0, "position": "-391.00;-244.00", "size": "0;24", "children": [{"name": null, "role": "AXStaticText", "description": "All lines", "role_description": "text", "value": 0, "position": "-391.00;-244.00", "size": "0;24", "children": [{"name": null, "role": "AXStaticText", "description": "All lines", "role_description": "text", "value": "All lines", "position": "-391.00;-244.00", "size": "88;21", "children": []}]}]}]}, {"name": null, "role": "AXScrollBar", "description": null, "role_description": "scroll bar", "value": 0, "position": "-391.00;-244.00", "size": "0;0", "children": []}]}]}]}, {"name": null, "role": "AXCheckBox", "description": "Keep trailing spaces on caret line", "role_description": "checkbox", "value": 1, "position": "-391.00;-244.00", "size": "232;25", "children": []}, {"name": null, "role": "AXCheckBox", "description": "Remove trailing blank lines at the end of saved files", "role_description": "checkbox", "value": 0, "position": "-391.00;-244.00", "size": "344;25", "children": []}, {"name": null, "role": "AXCheckBox", "description": "Ensure every saved file ends with a line break", "role_description": "checkbox", "value": 0, "position": "-391.00;-244.00", "size": "309;25", "children": []}]}, {"name": null, "role": "AXScrollArea", "description": null, "role_description": "scroll area", "value": 0, "position": "-391.00;-244.00", "size": "711;600", "children": [{"name": null, "role": "AXStaticText", "description": "Personalize source code appearance by changing fonts, highlighting styles, indents, etc. Customize the Editor from line numbers, caret placement and tabs to source code inspections, setting up templates and file encodings.", "role_description": "text", "value": "Personalize source code appearance by changing fonts, highlighting styles, indents, etc. Customize the Editor from line numbers, caret placement and tabs to source code inspections, setting up templates and file encodings.", "position": "-391.00;-244.00", "size": "679;51", "children": []}, {"name": null, "role": "AXLink", "description": "General", "role_description": "link", "value": null, "position": "-391.00;-244.00", "size": "50;17", "children": []}, {"name": null, "role": "AXLink", "description": "Code Editing", "role_description": "link", "value": null, "position": "-391.00;-244.00", "size": "81;17", "children": []}, {"name": null, "role": "AXLink", "description": "Font", "role_description": "link", "value": null, "position": "-391.00;-244.00", "size": "30;17", "children": []}, {"name": null, "role": "AXLink", "description": "Color Scheme", "role_description": "link", "value": null, "position": "-391.00;-244.00", "size": "88;17", "children": []}, {"name": null, "role": "AXLink", "description": "Code Style", "role_description": "link", "value": null, "position": "-391.00;-244.00", "size": "69;17", "children": []}, {"name": null, "role": "AXLink", "description": "Inspections", "role_description": "link", "value": null, "position": "-391.00;-244.00", "size": "73;17", "children": []}, {"name": null, "role": "AXLink", "description": "File and Code Templates", "role_description": "link", "value": null, "position": "-391.00;-244.00", "size": "155;17", "children": []}, {"name": null, "role": "AXLink", "description": "File Encodings", "role_description": "link", "value": null, "position": "-391.00;-244.00", "size": "91;17", "children": []}, {"name": null, "role": "AXLink", "description": "Live Templates", "role_description": "link", "value": null, "position": "-391.00;-244.00", "size": "96;17", "children": []}, {"name": null, "role": "AXLink", "description": "File Types", "role_description": "link", "value": null, "position": "-391.00;-244.00", "size": "65;17", "children": []}, {"name": null, "role": "AXLink", "description": "Copyright", "role_description": "link", "value": null, "position": "-391.00;-244.00", "size": "63;17", "children": []}, {"name": null, "role": "AXLink", "description": "Inlay Hints", "role_description": "link", "value": null, "position": "-391.00;-244.00", "size": "66;17", "children": []}, {"name": null, "role": "AXLink", "description": "Emmet", "role_description": "link", "value": null, "position": "-391.00;-244.00", "size": "45;17", "children": []}, {"name": null, "role": "AXLink", "description": "Intentions", "role_description": "link", "value": null, "position": "-391.00;-244.00", "size": "63;17", "children": []}, {"name": null, "role": "AXLink", "description": "Language Injections", "role_description": "link", "value": null, "position": "-391.00;-244.00", "size": "125;17", "children": []}, {"name": null, "role": "AXLink", "description": "Natural Languages", "role_description": "link", "value": null, "position": "-391.00;-244.00", "size": "118;17", "children": []}, {"name": null, "role": "AXLink", "description": "Reader Mode", "role_description": "link", "value": null, "position": "-391.00;-244.00", "size": "84;17", "children": []}, {"name": null, "role": "AXLink", "description": "TextMate Bundles", "role_description": "link", "value": null, "position": "-391.00;-244.00", "size": "114;17", "children": []}, {"name": null, "role": "AXLink", "description": "TODO", "role_description": "link", "value": null, "position": "-391.00;-244.00", "size": "39;17", "children": []}, {"name": null, "role": "AXScrollBar", "description": null, "role_description": "scroll bar", "value": 0, "position": "-391.00;-244.00", "size": "0;0", "children": []}, {"name": null, "role": "AXScrollBar", "description": null, "role_description": "scroll bar", "value": 0, "position": "-391.00;-244.00", "size": "0;0", "children": []}]}, {"name": null, "role": "AXScrollArea", "description": null, "role_description": "scroll area", "value": 0, "position": "-391.00;-244.00", "size": "711;600", "children": [{"name": null, "role": "AXScrollBar", "description": null, "role_description": "scroll bar", "value": 0, "position": "-391.00;-244.00", "size": "14;600", "children": []}, {"name": null, "role": "AXScrollBar", "description": null, "role_description": "scroll bar", "value": 0, "position": "-391.00;-244.00", "size": "0;0", "children": []}, {"name": null, "role": "AXStaticText", "description": "Highlight on Caret Movement", "role_description": "text", "value": "Highlight on Caret Movement", "position": "-391.00;-244.00", "size": "180;17", "children": []}, {"name": null, "role": "AXCheckBox", "description": "Matched brace", "role_description": "checkbox", "value": 1, "position": "-391.00;-244.00", "size": "121;25", "children": []}, {"name": null, "role": "AXCheckBox", "description": "Current scope", "role_description": "checkbox", "value": 0, "position": "-391.00;-244.00", "size": "116;25", "children": []}, {"name": null, "role": "AXCheckBox", "description": "Usages of element at caret", "role_description": "checkbox", "value": 1, "position": "-391.00;-244.00", "size": "194;25", "children": []}, {"name": null, "role": "AXStaticText", "description": "Quick Documentation", "role_description": "text", "value": "Quick Documentation", "position": "-391.00;-244.00", "size": "132;17", "children": []}, {"name": null, "role": "AXCheckBox", "description": "Show quick documentation on hover", "role_description": "checkbox", "value": 1, "position": "-391.00;-244.00", "size": "253;25", "children": []}, {"name": null, "role": "AXTextField", "description": "text/html", "role_description": "text field", "value": "\nQuick documentation on mouse hover is not available with screen reader support. To turn it off, go to the Appearance settings.", "position": "-391.00;-244.00", "size": "0;0", "children": [{"name": null, "role": "AXTextField", "description": "text/html", "role_description": "text field", "value": null, "position": "-391.00;-244.00", "size": "0;0", "children": []}, {"name": null, "role": "AXTextField", "description": "text/html", "role_description": "text field", "value": null, "position": "-391.00;-244.00", "size": "0;0", "children": []}, {"name": null, "role": "AXTextField", "description": "text/html", "role_description": "text field", "value": null, "position": "-391.00;-244.00", "size": "0;0", "children": []}, {"name": null, "role": "AXTextField", "description": "text/html", "role_description": "text field", "value": null, "position": "-391.00;-244.00", "size": "0;0", "children": []}, {"name": null, "role": "AXTextField", "description": "text/html", "role_description": "text field", "value": null, "position": "-391.00;-244.00", "size": "0;0", "children": []}]}, {"name": null, "role": "AXStaticText", "description": "Refactorings", "role_description": "text", "value": "Refactorings", "position": "-391.00;-244.00", "size": "78;17", "children": []}, {"name": null, "role": "AXStaticText", "description": "Specify refactoring options:", "role_description": "text", "value": "Specify refactoring options:", "position": "-391.00;-244.00", "size": "170;17", "children": []}, {"name": null, "role": "AXRadioButton", "description": "In the editor", "role_description": "radio button", "value": 1, "position": "-391.00;-244.00", "size": "102;25", "children": []}, {"name": null, "role": "AXRadioButton", "description": "In modal dialogs", "role_description": "radio button", "value": 0, "position": "-391.00;-244.00", "size": "128;25", "children": []}, {"name": null, "role": "AXCheckBox", "description": "Preselect current symbol name for Rename refactoring", "role_description": "checkbox", "value": 1, "position": "-391.00;-244.00", "size": "365;25", "children": []}, {"name": null, "role": "AXCheckBox", "description": "Show inline dialog for local variables", "role_description": "checkbox", "value": 1, "position": "-391.00;-244.00", "size": "251;25", "children": []}, {"name": null, "role": "AXStaticText", "description": "Error Highlighting", "role_description": "text", "value": "Error Highlighting", "position": "-391.00;-244.00", "size": "107;17", "children": []}, {"name": null, "role": "AXStaticText", "description": "Error stripe mark min height:", "role_description": "text", "value": "Error stripe mark min height:", "position": "-391.00;-244.00", "size": "174;17", "children": []}, {"name": null, "role": "AXTextField", "description": "Error stripe mark min height:", "role_description": "text field", "value": "2", "position": "-391.00;-244.00", "size": "50;34", "children": []}, {"name": null, "role": "AXStaticText", "description": "pixels", "role_description": "text", "value": "pixels", "position": "-391.00;-244.00", "size": "35;17", "children": []}, {"name": null, "role": "AXStaticText", "description": "Autoreparse delay:", "role_description": "text", "value": "Autoreparse delay:", "position": "-391.00;-244.00", "size": "116;17", "children": []}, {"name": null, "role": "AXTextField", "description": "Autoreparse delay:", "role_description": "text field", "value": "300", "position": "-391.00;-244.00", "size": "50;34", "children": []}, {"name": null, "role": "AXStaticText", "description": "milliseconds", "role_description": "text", "value": "milliseconds", "position": "-391.00;-244.00", "size": "75;17", "children": []}, {"name": null, "role": "AXStaticText", "description": "The 'Next Error' action goes through:", "role_description": "text", "value": "The 'Next Error' action goes through:", "position": "-391.00;-244.00", "size": "226;17", "children": []}, {"name": null, "role": "AXPopUpButton", "description": "The 'Next Error' action goes through:", "role_description": "pop up button", "value": "The problems with the highest priority", "position": "-391.00;-244.00", "size": "299;34", "children": [{"name": null, "role": "AXPopUpButton", "description": null, "role_description": "pop up button", "value": null, "position": "-391.00;-244.00", "size": "0;0", "children": [{"name": null, "role": "AXMenuItem", "description": null, "role_description": "menu item", "value": null, "position": "-391.00;-244.00", "size": "0;0", "children": [{"name": null, "role": "AXList", "description": "list", "role_description": "list", "value": 0, "position": "-391.00;-244.00", "size": "0;0", "children": [{"name": null, "role": "AXRow", "description": "The problems with the highest priority", "role_description": "row", "value": 0, "position": "-391.00;-244.00", "size": "0;24", "children": [{"name": null, "role": "AXStaticText", "description": "The problems with the highest priority", "role_description": "text", "value": 0, "position": "-391.00;-244.00", "size": "0;24", "children": []}]}, {"name": null, "role": "AXRow", "description": "All problems", "role_description": "row", "value": 0, "position": "-391.00;-244.00", "size": "0;24", "children": [{"name": null, "role": "AXStaticText", "description": "All problems", "role_description": "text", "value": 0, "position": "-391.00;-244.00", "size": "0;24", "children": []}]}]}, {"name": null, "role": "AXScrollBar", "description": null, "role_description": "scroll bar", "value": 0, "position": "-391.00;-244.00", "size": "0;0", "children": []}]}]}]}, {"name": null, "role": "AXStaticText", "description": "Editor Tooltips", "role_description": "text", "value": "Editor Tooltips", "position": "-391.00;-244.00", "size": "89;17", "children": []}, {"name": null, "role": "AXStaticText", "description": "Tooltip delay:", "role_description": "text", "value": "Tooltip delay:", "position": "-391.00;-244.00", "size": "83;17", "children": []}, {"name": null, "role": "AXTextField", "description": "Tooltip delay:", "role_description": "text field", "value": "500", "position": "-391.00;-244.00", "size": "50;34", "children": []}, {"name": null, "role": "AXStaticText", "description": "milliseconds", "role_description": "text", "value": "milliseconds", "position": "-391.00;-244.00", "size": "75;17", "children": []}]}, {"name": null, "role": "AXImage", "description": null, "role_description": "image", "value": null, "position": "-391.00;-244.00", "size": "16;16", "children": []}, {"name": null, "role": "AXStaticText", "description": "", "role_description": "text", "value": "", "position": "-391.00;-244.00", "size": "0;0", "children": []}, {"name": null, "role": "AXStaticText", "description": "— defined in the color scheme", "role_description": "text", "value": "— defined in the color scheme", "position": "-391.00;-244.00", "size": "187;17", "children": []}, {"name": null, "role": "AXImage", "description": null, "role_description": "image", "value": null, "position": "-391.00;-244.00", "size": "6;17", "children": []}, {"name": null, "role": "AXStaticText", "description": "Font:", "role_description": "text", "value": "Font:", "position": "-391.00;-244.00", "size": "31;17", "children": []}, {"name": null, "role": "AXPopUpButton", "description": "Font:", "role_description": "pop up button", "value": "Droid Sans Mono", "position": "-391.00;-244.00", "size": "302;34", "children": [{"name": null, "role": "AXPopUpButton", "description": null, "role_description": "pop up button", "value": null, "position": "-391.00;-244.00", "size": "0;0", "children": []}]}, {"name": null, "role": "AXStaticText", "description": "Size:", "role_description": "text", "value": "Size:", "position": "-391.00;-244.00", "size": "30;17", "children": []}, {"name": null, "role": "AXTextField", "description": "Size:", "role_description": "text field", "value": "13.0", "position": "-391.00;-244.00", "size": "50;34", "children": []}, {"name": null, "role": "AXStaticText", "description": "Line height:", "role_description": "text", "value": "Line height:", "position": "-391.00;-244.00", "size": "71;17", "children": []}, {"name": null, "role": "AXTextField", "description": "Line height:", "role_description": "text field", "value": "1.2", "position": "-391.00;-244.00", "size": "50;34", "children": []}, {"name": null, "role": "AXCheckBox", "description": "Enable ligatures", "role_description": "checkbox", "value": 0, "position": "-391.00;-244.00", "size": "126;25", "children": []}, {"name": null, "role": "AXImage", "description": "<html>Use several characters as a single<br>ligature. Ligatures enhance code<br>readability. Use the section below<br>to preview the changes", "role_description": "image", "value": null, "position": "-391.00;-244.00", "size": "16;16", "children": []}, {"name": null, "role": "AXTextField", "description": "text/html", "role_description": "text field", "value": "\nSee line height and ligatures also in Reader mode", "position": "-391.00;-244.00", "size": "280;15", "children": [{"name": null, "role": "AXTextField", "description": "text/html", "role_description": "text field", "value": null, "position": "-391.00;-244.00", "size": "0;0", "children": []}, {"name": null, "role": "AXTextField", "description": "text/html", "role_description": "text field", "value": null, "position": "-391.00;-244.00", "size": "204;15", "children": []}, {"name": null, "role": "AXTextField", "description": "text/html", "role_description": "text field", "value": null, "position": "-391.00;-244.00", "size": "76;15", "children": []}, {"name": null, "role": "AXTextField", "description": "text/html", "role_description": "text field", "value": null, "position": "-391.00;-244.00", "size": "0;15", "children": []}]}, {"name": null, "role": "AXLink", "description": "Restore defaults", "role_description": "link", "value": null, "position": "-391.00;-244.00", "size": "0;0", "children": []}, {"name": null, "role": "AXStaticText", "description": "Typography Settings", "role_description": "text", "value": "Typography Settings", "position": "-391.00;-244.00", "size": "158;29", "children": []}, {"name": null, "role": "AXStaticText", "description": "Main weight:", "role_description": "text", "value": "Main weight:", "position": "-391.00;-244.00", "size": "0;0", "children": []}, {"name": null, "role": "AXPopUpButton", "description": "Main weight:", "role_description": "pop up button", "value": "Regular", "position": "-391.00;-244.00", "size": "0;0", "children": [{"name": null, "role": "AXPopUpButton", "description": null, "role_description": "pop up button", "value": null, "position": "-391.00;-244.00", "size": "0;0", "children": [{"name": null, "role": "AXMenuItem", "description": null, "role_description": "menu item", "value": null, "position": "-391.00;-244.00", "size": "0;0", "children": [{"name": null, "role": "AXList", "description": "list", "role_description": "list", "value": 0, "position": "-391.00;-244.00", "size": "0;0", "children": [{"name": null, "role": "AXRow", "description": "Thin", "role_description": "row", "value": 0, "position": "-391.00;-244.00", "size": "0;24", "children": [{"name": null, "role": "AXStaticText", "description": "Thin", "role_description": "text", "value": 0, "position": "-391.00;-244.00", "size": "0;24", "children": []}]}, {"name": null, "role": "AXRow", "description": "ExtraLight", "role_description": "row", "value": 0, "position": "-391.00;-244.00", "size": "0;24", "children": [{"name": null, "role": "AXStaticText", "description": "ExtraLight", "role_description": "text", "value": 0, "position": "-391.00;-244.00", "size": "0;24", "children": []}]}, {"name": null, "role": "AXRow", "description": "Light", "role_description": "row", "value": 0, "position": "-391.00;-244.00", "size": "0;24", "children": [{"name": null, "role": "AXStaticText", "description": "Light", "role_description": "text", "value": 0, "position": "-391.00;-244.00", "size": "0;24", "children": []}]}, {"name": null, "role": "AXRow", "description": "Regular", "role_description": "row", "value": 0, "position": "-391.00;-244.00", "size": "0;24", "children": [{"name": null, "role": "AXStaticText", "description": "Regular", "role_description": "text", "value": 0, "position": "-391.00;-244.00", "size": "0;24", "children": []}]}, {"name": null, "role": "AXRow", "description": "Medium", "role_description": "row", "value": 0, "position": "-391.00;-244.00", "size": "0;24", "children": [{"name": null, "role": "AXStaticText", "description": "Medium", "role_description": "text", "value": 0, "position": "-391.00;-244.00", "size": "0;24", "children": []}]}, {"name": null, "role": "AXRow", "description": "SemiBold", "role_description": "row", "value": 0, "position": "-391.00;-244.00", "size": "0;24", "children": [{"name": null, "role": "AXStaticText", "description": "SemiBold", "role_description": "text", "value": 0, "position": "-391.00;-244.00", "size": "0;24", "children": []}]}, {"name": null, "role": "AXRow", "description": "Bold", "role_description": "row", "value": 0, "position": "-391.00;-244.00", "size": "0;24", "children": [{"name": null, "role": "AXStaticText", "description": "Bold", "role_description": "text", "value": 0, "position": "-391.00;-244.00", "size": "0;24", "children": []}]}, {"name": null, "role": "AXRow", "description": "ExtraBold", "role_description": "row", "value": 0, "position": "-391.00;-244.00", "size": "0;24", "children": [{"name": null, "role": "AXStaticText", "description": "ExtraBold", "role_description": "text", "value": 0, "position": "-391.00;-244.00", "size": "0;24", "children": []}]}]}, {"name": null, "role": "AXScrollBar", "description": null, "role_description": "scroll bar", "value": 72, "position": "-391.00;-244.00", "size": "0;0", "children": []}]}]}]}, {"name": null, "role": "AXStaticText", "description": "Bold weight:", "role_description": "text", "value": "Bold weight:", "position": "-391.00;-244.00", "size": "0;0", "children": []}, {"name": null, "role": "AXPopUpButton", "description": "Bold weight:", "role_description": "pop up button", "value": "Bold  Recommended", "position": "-391.00;-244.00", "size": "0;0", "children": [{"name": null, "role": "AXPopUpButton", "description": null, "role_description": "pop up button", "value": null, "position": "-391.00;-244.00", "size": "0;0", "children": [{"name": null, "role": "AXMenuItem", "description": null, "role_description": "menu item", "value": null, "position": "-391.00;-244.00", "size": "0;0", "children": [{"name": null, "role": "AXList", "description": "list", "role_description": "list", "value": 0, "position": "-391.00;-244.00", "size": "0;0", "children": [{"name": null, "role": "AXRow", "description": "Thin", "role_description": "row", "value": 0, "position": "-391.00;-244.00", "size": "0;24", "children": [{"name": null, "role": "AXStaticText", "description": "Thin", "role_description": "text", "value": 0, "position": "-391.00;-244.00", "size": "0;24", "children": []}]}, {"name": null, "role": "AXRow", "description": "ExtraLight", "role_description": "row", "value": 0, "position": "-391.00;-244.00", "size": "0;24", "children": [{"name": null, "role": "AXStaticText", "description": "ExtraLight", "role_description": "text", "value": 0, "position": "-391.00;-244.00", "size": "0;24", "children": []}]}, {"name": null, "role": "AXRow", "description": "Light", "role_description": "row", "value": 0, "position": "-391.00;-244.00", "size": "0;24", "children": [{"name": null, "role": "AXStaticText", "description": "Light", "role_description": "text", "value": 0, "position": "-391.00;-244.00", "size": "0;24", "children": []}]}, {"name": null, "role": "AXRow", "description": "Regular", "role_description": "row", "value": 0, "position": "-391.00;-244.00", "size": "0;24", "children": [{"name": null, "role": "AXStaticText", "description": "Regular", "role_description": "text", "value": 0, "position": "-391.00;-244.00", "size": "0;24", "children": []}]}, {"name": null, "role": "AXRow", "description": "Medium", "role_description": "row", "value": 0, "position": "-391.00;-244.00", "size": "0;24", "children": [{"name": null, "role": "AXStaticText", "description": "Medium", "role_description": "text", "value": 0, "position": "-391.00;-244.00", "size": "0;24", "children": []}]}, {"name": null, "role": "AXRow", "description": "SemiBold", "role_description": "row", "value": 0, "position": "-391.00;-244.00", "size": "0;24", "children": [{"name": null, "role": "AXStaticText", "description": "SemiBold", "role_description": "text", "value": 0, "position": "-391.00;-244.00", "size": "0;24", "children": []}]}, {"name": null, "role": "AXRow", "description": "Bold  Recommended", "role_description": "row", "value": 0, "position": "-391.00;-244.00", "size": "0;24", "children": [{"name": null, "role": "AXStaticText", "description": "Bold  Recommended", "role_description": "text", "value": 0, "position": "-391.00;-244.00", "size": "0;24", "children": []}]}, {"name": null, "role": "AXRow", "description": "ExtraBold", "role_description": "row", "value": 0, "position": "-391.00;-244.00", "size": "0;24", "children": [{"name": null, "role": "AXStaticText", "description": "ExtraBold", "role_description": "text", "value": 0, "position": "-391.00;-244.00", "size": "0;24", "children": []}]}]}, {"name": null, "role": "AXScrollBar", "description": null, "role_description": "scroll bar", "value": 144, "position": "-391.00;-244.00", "size": "0;0", "children": []}]}]}]}, {"name": null, "role": "AXTextField", "description": "text/html", "role_description": "text field", "value": "\nUsed for the bold settings in color scheme", "position": "-391.00;-244.00", "size": "0;0", "children": [{"name": null, "role": "AXTextField", "description": "text/html", "role_description": "text field", "value": null, "position": "-391.00;-244.00", "size": "0;0", "children": []}, {"name": null, "role": "AXTextField", "description": "text/html", "role_description": "text field", "value": null, "position": "-391.00;-244.00", "size": "0;0", "children": []}, {"name": null, "role": "AXTextField", "description": "text/html", "role_description": "text field", "value": null, "position": "-391.00;-244.00", "size": "0;0", "children": []}, {"name": null, "role": "AXTextField", "description": "text/html", "role_description": "text field", "value": null, "position": "-391.00;-244.00", "size": "0;0", "children": []}]}, {"name": null, "role": "AXStaticText", "description": "Fallback font:", "role_description": "text", "value": "Fallback font:", "position": "-391.00;-244.00", "size": "0;0", "children": []}, {"name": null, "role": "AXPopUpButton", "description": "Fallback font:", "role_description": "pop up button", "value": "<None>", "position": "-391.00;-244.00", "size": "0;0", "children": [{"name": null, "role": "AXPopUpButton", "description": null, "role_description": "pop up button", "value": null, "position": "-391.00;-244.00", "size": "0;0", "children": []}]}, {"name": null, "role": "AXTextField", "description": "text/html", "role_description": "text field", "value": "\nUsed for symbols not supported by the main font", "position": "-391.00;-244.00", "size": "0;0", "children": [{"name": null, "role": "AXTextField", "description": "text/html", "role_description": "text field", "value": null, "position": "-391.00;-244.00", "size": "0;0", "children": []}, {"name": null, "role": "AXTextField", "description": "text/html", "role_description": "text field", "value": null, "position": "-391.00;-244.00", "size": "0;0", "children": []}, {"name": null, "role": "AXTextField", "description": "text/html", "role_description": "text field", "value": null, "position": "-391.00;-244.00", "size": "0;0", "children": []}, {"name": null, "role": "AXTextField", "description": "text/html", "role_description": "text field", "value": null, "position": "-391.00;-244.00", "size": "0;0", "children": []}]}, {"name": null, "role": "AXGroup", "description": "", "role_description": "group", "value": 0, "position": "-391.00;-244.00", "size": "40;34", "children": []}, {"name": null, "role": "AXScrollArea", "description": null, "role_description": "scroll area", "value": 0, "position": "-391.00;-244.00", "size": "354;565", "children": [{"name": null, "role": "AXScrollBar", "description": null, "role_description": "scroll bar", "value": 0, "position": "-391.00;-244.00", "size": "18;565", "children": [{"name": null, "role": "AXButton", "description": "", "role_description": "button", "value": null, "position": "-391.00;-244.00", "size": "18;0", "children": []}, {"name": null, "role": "AXButton", "description": "", "role_description": "button", "value": null, "position": "-391.00;-244.00", "size": "18;0", "children": []}]}, {"name": null, "role": "AXScrollBar", "description": null, "role_description": "scroll bar", "value": 0, "position": "-391.00;-244.00", "size": "0;0", "children": []}, {"name": null, "role": "AXGroup", "description": "", "role_description": "group", "value": 0, "position": "-391.00;-244.00", "size": "0;0", "children": []}, {"name": null, "role": "AXStaticText", "description": "", "role_description": "text", "value": "", "position": "-391.00;-244.00", "size": "0;0", "children": []}, {"name": null, "role": "AXGroup", "description": null, "role_description": "group", "value": 0, "position": "-391.00;-244.00", "size": "11;565", "children": []}, {"name": null, "role": "AXTextArea", "description": "Editor", "role_description": "text entry area", "value": "PyCharm is an Integrated \nDevelopment Environment (IDE) designed\nto maximize productivity. It provides\nclever code completion, static code\nanalysis, and refactorings, and lets\nyou focus on the bright side of\nsoftware development making\nit an enjoyable experience.\n\nDefault:\nabcdefghijklmnopqrstuvwxyz\nABCDEFGHIJKLMNOPQRSTUVWXYZ\n0123456789 (){}[]\n+ - * / = .,;:!? #&$%@|^\n\nBold:\nabcdefghijklmnopqrstuvwxyz\nABCDEFGHIJKLMNOPQRSTUVWXYZ\n0123456789 (){}[]\n+ - * / = .,;:!? #&$%@|^\n\n<!-- -- != := === >= >- >=> |-> -> <$>\n</> #[ |||> |= ~@\n\n", "position": "-391.00;-244.00", "size": "343;565", "children": []}]}, {"name": null, "role": "AXStaticText", "description": "Enter any text to preview", "role_description": "text", "value": "Enter any text to preview", "position": "-391.00;-244.00", "size": "354;34", "children": []}, {"name": null, "role": "AXStaticText", "description": "Scheme:", "role_description": "text", "value": "Scheme:", "position": "-391.00;-244.00", "size": "53;17", "children": []}, {"name": null, "role": "AXPopUpButton", "description": null, "role_description": "pop up button", "value": "Dark Theme default", "position": "-391.00;-244.00", "size": "200;34", "children": [{"name": null, "role": "AXPopUpButton", "description": null, "role_description": "pop up button", "value": null, "position": "-391.00;-244.00", "size": "0;0", "children": []}]}, {"name": null, "role": "AXTextField", "description": null, "role_description": "text field", "value": "", "position": "-391.00;-244.00", "size": "200;34", "children": []}, {"name": null, "role": "AXGroup", "description": "Action Toolbar", "role_description": "group", "value": 0, "position": "-391.00;-244.00", "size": "26;34", "children": [{"name": null, "role": "AXButton", "description": "Show Scheme Actions", "role_description": "button", "value": null, "position": "-391.00;-244.00", "size": "26;24", "children": []}]}, {"name": null, "role": "AXLink", "description": "Change IDE Theme…", "role_description": "link", "value": null, "position": "-391.00;-244.00", "size": "131;17", "children": []}, {"name": null, "role": "AXImage", "description": null, "role_description": "image", "value": null, "position": "-391.00;-244.00", "size": "16;16", "children": []}, {"name": null, "role": "AXStaticText", "description": "", "role_description": "text", "value": "", "position": "-391.00;-244.00", "size": "0;0", "children": []}, {"name": null, "role": "AXScrollArea", "description": null, "role_description": "scroll area", "value": 0, "position": "-391.00;-244.00", "size": "679;552", "children": [{"name": null, "role": "AXStaticText", "description": "Configure colors and the font for source code and console output:", "role_description": "text", "value": "Configure colors and the font for source code and console output:", "position": "-391.00;-244.00", "size": "407;17", "children": []}, {"name": null, "role": "AXLink", "description": "General", "role_description": "link", "value": null, "position": "-391.00;-244.00", "size": "50;17", "children": []}, {"name": null, "role": "AXLink", "description": "Language Defaults", "role_description": "link", "value": null, "position": "-391.00;-244.00", "size": "117;17", "children": []}, {"name": null, "role": "AXLink", "description": "Color Scheme Font", "role_description": "link", "value": null, "position": "-391.00;-244.00", "size": "120;17", "children": []}, {"name": null, "role": "AXLink", "description": "Console Font", "role_description": "link", "value": null, "position": "-391.00;-244.00", "size": "83;17", "children": []}, {"name": null, "role": "AXLink", "description": "Code With Me", "role_description": "link", "value": null, "position": "-391.00;-244.00", "size": "89;17", "children": []}, {"name": null, "role": "AXLink", "description": "Console Colors", "role_description": "link", "value": null, "position": "-391.00;-244.00", "size": "95;17", "children": []}, {"name": null, "role": "AXLink", "description": "Debugger", "role_description": "link", "value": null, "position": "-391.00;-244.00", "size": "63;17", "children": []}, {"name": null, "role": "AXLink", "description": "Diff & Merge", "role_description": "link", "value": null, "position": "-391.00;-244.00", "size": "79;17", "children": []}, {"name": null, "role": "AXLink", "description": "User-Defined File Types", "role_description": "link", "value": null, "position": "-391.00;-244.00", "size": "151;17", "children": []}, {"name": null, "role": "AXLink", "description": "VCS", "role_description": "link", "value": null, "position": "-391.00;-244.00", "size": "29;17", "children": []}, {"name": null, "role": "AXLink", "description": "Python", "role_description": "link", "value": null, "position": "-391.00;-244.00", "size": "45;17", "children": []}, {"name": null, "role": "AXLink", "description": "EditorConfig", "role_description": "link", "value": null, "position": "-391.00;-244.00", "size": "79;17", "children": []}, {"name": null, "role": "AXLink", "description": "HTML", "role_description": "link", "value": null, "position": "-391.00;-244.00", "size": "39;17", "children": []}, {"name": null, "role": "AXLink", "description": "JSON", "role_description": "link", "value": null, "position": "-391.00;-244.00", "size": "37;17", "children": []}, {"name": null, "role": "AXLink", "description": "Markdown", "role_description": "link", "value": null, "position": "-391.00;-244.00", "size": "67;17", "children": []}, {"name": null, "role": "AXLink", "description": "Properties", "role_description": "link", "value": null, "position": "-391.00;-244.00", "size": "65;17", "children": []}, {"name": null, "role": "AXLink", "description": "RegExp", "role_description": "link", "value": null, "position": "-391.00;-244.00", "size": "49;17", "children": []}, {"name": null, "role": "AXLink", "description": "reStructuredText", "role_description": "link", "value": null, "position": "-391.00;-244.00", "size": "107;17", "children": []}, {"name": null, "role": "AXLink", "description": "Shell Script", "role_description": "link", "value": null, "position": "-391.00;-244.00", "size": "71;17", "children": []}, {"name": null, "role": "AXLink", "description": "TOML", "role_description": "link", "value": null, "position": "-391.00;-244.00", "size": "39;17", "children": []}, {"name": null, "role": "AXLink", "description": "XML", "role_description": "link", "value": null, "position": "-391.00;-244.00", "size": "29;17", "children": []}, {"name": null, "role": "AXLink", "description": "YAML", "role_description": "link", "value": null, "position": "-391.00;-244.00", "size": "38;17", "children": []}, {"name": null, "role": "AXLink", "description": "By Scope", "role_description": "link", "value": null, "position": "-391.00;-244.00", "size": "60;17", "children": []}, {"name": null, "role": "AXLink", "description": "Images", "role_description": "link", "value": null, "position": "-391.00;-244.00", "size": "46;17", "children": []}, {"name": null, "role": "AXScrollBar", "description": null, "role_description": "scroll bar", "value": 0, "position": "-391.00;-244.00", "size": "0;0", "children": []}, {"name": null, "role": "AXScrollBar", "description": null, "role_description": "scroll bar", "value": 0, "position": "-391.00;-244.00", "size": "0;0", "children": []}]}, {"name": null, "role": "AXImage", "description": null, "role_description": "image", "value": null, "position": "-391.00;-244.00", "size": "17;6", "children": []}, {"name": null, "role": "AXStaticText", "description": "Scheme:", "role_description": "text", "value": "Scheme:", "position": "-391.00;-244.00", "size": "53;17", "children": []}, {"name": null, "role": "AXPopUpButton", "description": null, "role_description": "pop up button", "value": "Dark Theme default", "position": "-391.00;-244.00", "size": "200;34", "children": [{"name": null, "role": "AXPopUpButton", "description": null, "role_description": "pop up button", "value": null, "position": "-391.00;-244.00", "size": "0;0", "children": []}]}, {"name": null, "role": "AXTextField", "description": null, "role_description": "text field", "value": "", "position": "-391.00;-244.00", "size": "200;34", "children": []}, {"name": null, "role": "AXGroup", "description": "Action Toolbar", "role_description": "group", "value": 0, "position": "-391.00;-244.00", "size": "26;34", "children": [{"name": null, "role": "AXButton", "description": "Show Scheme Actions", "role_description": "button", "value": null, "position": "-391.00;-244.00", "size": "26;24", "children": []}]}, {"name": null, "role": "AXLink", "description": "Change IDE Theme…", "role_description": "link", "value": null, "position": "-391.00;-244.00", "size": "131;17", "children": []}, {"name": null, "role": "AXImage", "description": null, "role_description": "image", "value": null, "position": "-391.00;-244.00", "size": "16;16", "children": []}, {"name": null, "role": "AXStaticText", "description": "", "role_description": "text", "value": "", "position": "-391.00;-244.00", "size": "0;0", "children": []}, {"name": null, "role": "AXScrollArea", "description": null, "role_description": "scroll area", "value": 0, "position": "-391.00;-244.00", "size": "405;238", "children": [{"name": null, "role": "AXScrollBar", "description": null, "role_description": "scroll bar", "value": 0, "position": "-391.00;-244.00", "size": "14;236", "children": []}, {"name": null, "role": "AXScrollBar", "description": null, "role_description": "scroll bar", "value": 0, "position": "-391.00;-244.00", "size": "0;0", "children": []}, {"name": null, "role": "AXOutline", "description": "tree", "role_description": "outline", "value": 0, "position": "-391.00;-244.00", "size": "403;296", "children": [{"name": null, "role": "AXRow", "description": "Code", "role_description": "row", "value": 0, "position": "-391.00;-244.00", "size": "39;24", "children": [{"name": null, "role": "AXStaticText", "description": "Code", "role_description": "text", "value": 0, "position": "-391.00;-244.00", "size": "39;24", "children": []}]}, {"name": null, "role": "AXRow", "description": "Editor", "role_description": "row", "value": 0, "position": "-391.00;-244.00", "size": "43;24", "children": [{"name": null, "role": "AXStaticText", "description": "Editor", "role_description": "text", "value": 0, "position": "-391.00;-244.00", "size": "43;24", "children": []}]}, {"name": null, "role": "AXRow", "description": "Errors and Warnings", "role_description": "row", "value": 0, "position": "-391.00;-244.00", "size": "131;24", "children": [{"name": null, "role": "AXStaticText", "description": "Errors and Warnings", "role_description": "text", "value": 0, "position": "-391.00;-244.00", "size": "131;24", "children": []}]}, {"name": null, "role": "AXRow", "description": "Hyperlinks", "role_description": "row", "value": 0, "position": "-391.00;-244.00", "size": "71;24", "children": [{"name": null, "role": "AXStaticText", "description": "Hyperlinks", "role_description": "text", "value": 0, "position": "-391.00;-244.00", "size": "71;24", "children": []}]}, {"name": null, "role": "AXRow", "description": "Identifiers", "role_description": "row", "value": 0, "position": "-391.00;-244.00", "size": "68;24", "children": [{"name": null, "role": "AXStaticText", "description": "Identifiers", "role_description": "text", "value": 0, "position": "-391.00;-244.00", "size": "68;24", "children": []}]}, {"name": null, "role": "AXRow", "description": "Line Coverage", "role_description": "row", "value": 0, "position": "-391.00;-244.00", "size": "95;24", "children": [{"name": null, "role": "AXStaticText", "description": "Line Coverage", "role_description": "text", "value": 0, "position": "-391.00;-244.00", "size": "95;24", "children": []}]}, {"name": null, "role": "AXRow", "description": "Live Templates", "role_description": "row", "value": 0, "position": "-391.00;-244.00", "size": "100;24", "children": [{"name": null, "role": "AXStaticText", "description": "Live Templates", "role_description": "text", "value": 0, "position": "-391.00;-244.00", "size": "100;24", "children": []}]}, {"name": null, "role": "AXRow", "description": "Popups and Hints", "role_description": "row", "value": 0, "position": "-391.00;-244.00", "size": "115;24", "children": [{"name": null, "role": "AXStaticText", "description": "Popups and Hints", "role_description": "text", "value": 0, "position": "-391.00;-244.00", "size": "115;24", "children": []}]}, {"name": null, "role": "AXRow", "description": "Preview", "role_description": "row", "value": 0, "position": "-391.00;-244.00", "size": "56;24", "children": [{"name": null, "role": "AXStaticText", "description": "Preview", "role_description": "text", "value": 0, "position": "-391.00;-244.00", "size": "56;24", "children": []}]}, {"name": null, "role": "AXRow", "description": "Search Results", "role_description": "row", "value": 0, "position": "-391.00;-244.00", "size": "98;24", "children": [{"name": null, "role": "AXStaticText", "description": "Search Results", "role_description": "text", "value": 0, "position": "-391.00;-244.00", "size": "98;24", "children": []}]}, {"name": null, "role": "AXRow", "description": "Text", "role_description": "row", "value": 0, "position": "-391.00;-244.00", "size": "34;24", "children": [{"name": null, "role": "AXStaticText", "description": "Text", "role_description": "text", "value": 0, "position": "-391.00;-244.00", "size": "34;24", "children": []}]}]}]}, {"name": null, "role": "AXGroup", "description": "", "role_description": "group", "value": 0, "position": "-391.00;-244.00", "size": "40;34", "children": []}, {"name": null, "role": "AXScrollArea", "description": null, "role_description": "scroll area", "value": 0, "position": "-391.00;-244.00", "size": "679;283", "children": [{"name": null, "role": "AXScrollBar", "description": null, "role_description": "scroll bar", "value": 0, "position": "-391.00;-244.00", "size": "18;281", "children": [{"name": null, "role": "AXButton", "description": "", "role_description": "button", "value": null, "position": "-391.00;-244.00", "size": "18;0", "children": []}, {"name": null, "role": "AXButton", "description": "", "role_description": "button", "value": null, "position": "-391.00;-244.00", "size": "18;0", "children": []}]}, {"name": null, "role": "AXScrollBar", "description": null, "role_description": "scroll bar", "value": 0, "position": "-391.00;-244.00", "size": "0;0", "children": []}, {"name": null, "role": "AXGroup", "description": "", "role_description": "group", "value": 0, "position": "-391.00;-244.00", "size": "0;0", "children": []}, {"name": null, "role": "AXStaticText", "description": "", "role_description": "text", "value": "", "position": "-391.00;-244.00", "size": "0;0", "children": []}, {"name": null, "role": "AXGroup", "description": null, "role_description": "group", "value": 0, "position": "-391.00;-244.00", "size": "11;748", "children": []}, {"name": null, "role": "AXTextArea", "description": "Editor", "role_description": "text entry area", "value": "//TODO: Visit JB Web resources:\nJetBrains Home Page: http://www.jetbrains.com\nJetBrains Developer Community: https://www.jetbrains.com/devnet\nReferenceHyperlink\nInactive hyperlink in code: \"http://jetbrains.com\"\n\nSearch:\n  result = \"text, text, text\";\n  i = result\n  return i;\n\nFolded text\nFolded text with highlighting\nDeleted text\nLive template: active inactive $VARIABLE$\nInjected language: \\.(gif|jpg|png)$\n\nCode Inspections:\n  Error\n  Warning\n  Weak warning\n  Deprecated symbol\n  Deprecated symbol marked for removal\n  Unused symbol\n  Unknown symbol\n  Runtime problem\n  Problem from server\n  Duplicate from server\n  typo\n  style_error\n  style_warning\n  style_suggestion\n  grammar_error\n", "position": "-391.00;-244.00", "size": "666;748", "children": []}]}, {"name": null, "role": "AXImage", "description": null, "role_description": "image", "value": null, "position": "-391.00;-244.00", "size": "17;6", "children": []}, {"name": null, "role": "AXStaticText", "description": "Scheme:", "role_description": "text", "value": "Scheme:", "position": "-391.00;-244.00", "size": "53;17", "children": []}, {"name": null, "role": "AXPopUpButton", "description": null, "role_description": "pop up button", "value": "Dark Theme default", "position": "-391.00;-244.00", "size": "200;34", "children": [{"name": null, "role": "AXPopUpButton", "description": null, "role_description": "pop up button", "value": null, "position": "-391.00;-244.00", "size": "0;0", "children": []}]}, {"name": null, "role": "AXTextField", "description": null, "role_description": "text field", "value": "", "position": "-391.00;-244.00", "size": "200;34", "children": []}, {"name": null, "role": "AXGroup", "description": "Action Toolbar", "role_description": "group", "value": 0, "position": "-391.00;-244.00", "size": "26;34", "children": [{"name": null, "role": "AXButton", "description": "Show Scheme Actions", "role_description": "button", "value": null, "position": "-391.00;-244.00", "size": "26;24", "children": []}]}, {"name": null, "role": "AXLink", "description": "Change IDE Theme…", "role_description": "link", "value": null, "position": "-391.00;-244.00", "size": "131;17", "children": []}, {"name": null, "role": "AXImage", "description": null, "role_description": "image", "value": null, "position": "-391.00;-244.00", "size": "16;16", "children": []}, {"name": null, "role": "AXStaticText", "description": "", "role_description": "text", "value": "", "position": "-391.00;-244.00", "size": "0;0", "children": []}, {"name": null, "role": "AXScrollArea", "description": null, "role_description": "scroll area", "value": 0, "position": "-391.00;-244.00", "size": "405;238", "children": [{"name": null, "role": "AXScrollBar", "description": null, "role_description": "scroll bar", "value": 0, "position": "-391.00;-244.00", "size": "14;236", "children": []}, {"name": null, "role": "AXScrollBar", "description": null, "role_description": "scroll bar", "value": 0, "position": "-391.00;-244.00", "size": "0;0", "children": []}, {"name": null, "role": "AXOutline", "description": "tree", "role_description": "outline", "value": 0, "position": "-391.00;-244.00", "size": "403;344", "children": [{"name": null, "role": "AXRow", "description": "Bad character", "role_description": "row", "value": 0, "position": "-391.00;-244.00", "size": "93;24", "children": [{"name": null, "role": "AXStaticText", "description": "Bad character", "role_description": "text", "value": 0, "position": "-391.00;-244.00", "size": "93;24", "children": []}]}, {"name": null, "role": "AXRow", "description": "Braces and Operators", "role_description": "row", "value": 0, "position": "-391.00;-244.00", "size": "141;24", "children": [{"name": null, "role": "AXStaticText", "description": "Braces and Operators", "role_description": "text", "value": 0, "position": "-391.00;-244.00", "size": "141;24", "children": []}]}, {"name": null, "role": "AXRow", "description": "Classes", "role_description": "row", "value": 0, "position": "-391.00;-244.00", "size": "54;24", "children": [{"name": null, "role": "AXStaticText", "description": "Classes", "role_description": "text", "value": 0, "position": "-391.00;-244.00", "size": "54;24", "children": []}]}, {"name": null, "role": "AXRow", "description": "Comments", "role_description": "row", "value": 0, "position": "-391.00;-244.00", "size": "73;24", "children": [{"name": null, "role": "AXStaticText", "description": "Comments", "role_description": "text", "value": 0, "position": "-391.00;-244.00", "size": "73;24", "children": []}]}, {"name": null, "role": "AXRow", "description": "Identifiers", "role_description": "row", "value": 0, "position": "-391.00;-244.00", "size": "68;24", "children": [{"name": null, "role": "AXStaticText", "description": "Identifiers", "role_description": "text", "value": 0, "position": "-391.00;-244.00", "size": "68;24", "children": []}]}, {"name": null, "role": "AXRow", "description": "Inline hints", "role_description": "row", "value": 0, "position": "-391.00;-244.00", "size": "72;24", "children": [{"name": null, "role": "AXStaticText", "description": "Inline hints", "role_description": "text", "value": 0, "position": "-391.00;-244.00", "size": "72;24", "children": []}]}, {"name": null, "role": "AXRow", "description": "Keyword", "role_description": "row", "value": 0, "position": "-391.00;-244.00", "size": "61;24", "children": [{"name": null, "role": "AXStaticText", "description": "Keyword", "role_description": "text", "value": 0, "position": "-391.00;-244.00", "size": "61;24", "children": []}]}, {"name": null, "role": "AXRow", "description": "Markup", "role_description": "row", "value": 0, "position": "-391.00;-244.00", "size": "53;24", "children": [{"name": null, "role": "AXStaticText", "description": "Markup", "role_description": "text", "value": 0, "position": "-391.00;-244.00", "size": "53;24", "children": []}]}, {"name": null, "role": "AXRow", "description": "Metadata", "role_description": "row", "value": 0, "position": "-391.00;-244.00", "size": "65;24", "children": [{"name": null, "role": "AXStaticText", "description": "Metadata", "role_description": "text", "value": 0, "position": "-391.00;-244.00", "size": "65;24", "children": []}]}, {"name": null, "role": "AXRow", "description": "Number", "role_description": "row", "value": 0, "position": "-391.00;-244.00", "size": "56;24", "children": [{"name": null, "role": "AXStaticText", "description": "Number", "role_description": "text", "value": 0, "position": "-391.00;-244.00", "size": "56;24", "children": []}]}, {"name": null, "role": "AXRow", "description": "Semantic highlighting", "role_description": "row", "value": 0, "position": "-391.00;-244.00", "size": "139;24", "children": [{"name": null, "role": "AXStaticText", "description": "Semantic highlighting", "role_description": "text", "value": 0, "position": "-391.00;-244.00", "size": "139;24", "children": []}]}, {"name": null, "role": "AXRow", "description": "String", "role_description": "row", "value": 0, "position": "-391.00;-244.00", "size": "43;24", "children": [{"name": null, "role": "AXStaticText", "description": "String", "role_description": "text", "value": 0, "position": "-391.00;-244.00", "size": "43;24", "children": []}]}, {"name": null, "role": "AXRow", "description": "Template language", "role_description": "row", "value": 0, "position": "-391.00;-244.00", "size": "124;24", "children": [{"name": null, "role": "AXStaticText", "description": "Template language", "role_description": "text", "value": 0, "position": "-391.00;-244.00", "size": "124;24", "children": []}]}]}]}, {"name": null, "role": "AXGroup", "description": "", "role_description": "group", "value": 0, "position": "-391.00;-244.00", "size": "40;34", "children": []}, {"name": null, "role": "AXScrollArea", "description": null, "role_description": "scroll area", "value": 0, "position": "-391.00;-244.00", "size": "679;283", "children": [{"name": null, "role": "AXScrollBar", "description": null, "role_description": "scroll bar", "value": 0, "position": "-391.00;-244.00", "size": "18;281", "children": [{"name": null, "role": "AXButton", "description": "", "role_description": "button", "value": null, "position": "-391.00;-244.00", "size": "18;0", "children": []}, {"name": null, "role": "AXButton", "description": "", "role_description": "button", "value": null, "position": "-391.00;-244.00", "size": "18;0", "children": []}]}, {"name": null, "role": "AXScrollBar", "description": null, "role_description": "scroll bar", "value": 0, "position": "-391.00;-244.00", "size": "648;14", "children": []}, {"name": null, "role": "AXGroup", "description": "", "role_description": "group", "value": 0, "position": "-391.00;-244.00", "size": "0;0", "children": []}, {"name": null, "role": "AXStaticText", "description": "", "role_description": "text", "value": "", "position": "-391.00;-244.00", "size": "0;0", "children": []}, {"name": null, "role": "AXGroup", "description": null, "role_description": "group", "value": 0, "position": "-391.00;-244.00", "size": "11;1043", "children": []}, {"name": null, "role": "AXTextArea", "description": "Editor", "role_description": "text entry area", "value": "Bad characters: ????\nKeyword\nIdentifier\n'String \\n\\?'\n12345\nOperator\nDot: . comma: , semicolon: ;\n{ Braces }\n( Parentheses )\n[ Brackets ]\n// Line comment\n/* Block comment */\n:Label\npredefined_symbol()\nCONSTANT\nGlobal variable\n/** RENDERED DOC */\n/** \n * Doc comment\n * @tag <code>Markup<</code>\n * Semantic highlighting:\n * Generated spectrum to pick colors for local variables and parameters:\n *  Color#1 SC1.1 SC1.2 SC1.3 SC1.4 Color#2 SC2.1 SC2.2 SC2.3 SC2.4 Color#3\n *  Color#3 SC3.1 SC3.2 SC3.3 SC3.4 Color#4 SC4.1 SC4.2 SC4.3 SC4.4 Color#5\n * @param parameter1 documentation\n * @param parameter2 documentation\n * @param parameter3 documentation\n * @param parameter4 documentation\n */\nFunction declaration (parameter1 parameter2 parameter3 parameter4)\n    Local variable1 variable2 variable3 variable4\n    Reassigned local variable\nFunction call(0, 1, 2)\nCurrent function call(0, 1)\nInterface Name\n@Metadata\nClass Name\n    instance method\n    instance field\n    static method\n    static field\n\nfunction(\"/highlighted/reference/{param}\")\n\n@TAG attribute=Value\n    Entity: &amp;\n    {% Template language %}", "position": "-391.00;-244.00", "size": "680;1043", "children": []}]}, {"name": null, "role": "AXImage", "description": null, "role_description": "image", "value": null, "position": "-391.00;-244.00", "size": "17;6", "children": []}, {"name": null, "role": "AXStaticText", "description": "Scheme:", "role_description": "text", "value": "Scheme:", "position": "-391.00;-244.00", "size": "53;17", "children": []}, {"name": null, "role": "AXPopUpButton", "description": null, "role_description": "pop up button", "value": "Dark Theme default", "position": "-391.00;-244.00", "size": "200;34", "children": [{"name": null, "role": "AXPopUpButton", "description": null, "role_description": "pop up button", "value": null, "position": "-391.00;-244.00", "size": "0;0", "children": []}]}, {"name": null, "role": "AXTextField", "description": null, "role_description": "text field", "value": "", "position": "-391.00;-244.00", "size": "200;34", "children": []}, {"name": null, "role": "AXGroup", "description": "Action Toolbar", "role_description": "group", "value": 0, "position": "-391.00;-244.00", "size": "26;34", "children": [{"name": null, "role": "AXButton", "description": "Show Scheme Actions", "role_description": "button", "value": null, "position": "-391.00;-244.00", "size": "26;24", "children": []}]}, {"name": null, "role": "AXLink", "description": "Change IDE Theme…", "role_description": "link", "value": null, "position": "-391.00;-244.00", "size": "131;17", "children": []}, {"name": null, "role": "AXImage", "description": null, "role_description": "image", "value": null, "position": "-391.00;-244.00", "size": "16;16", "children": []}, {"name": null, "role": "AXStaticText", "description": "", "role_description": "text", "value": "", "position": "-391.00;-244.00", "size": "0;0", "children": []}, {"name": null, "role": "AXCheckBox", "description": "Use color scheme font instead of the", "role_description": "checkbox", "value": 0, "position": "-391.00;-244.00", "size": "260;24", "children": []}, {"name": null, "role": "AXLink", "description": "default", "role_description": "link", "value": null, "position": "-391.00;-244.00", "size": "45;17", "children": []}, {"name": null, "role": "AXStaticText", "description": " (", "role_description": "text", "value": " (", "position": "-391.00;-244.00", "size": "8;17", "children": []}, {"name": null, "role": "AXStaticText", "description": "JetBrains Mono,13", "role_description": "text", "value": "JetBrains Mono,13", "position": "-391.00;-244.00", "size": "114;17", "children": []}, {"name": null, "role": "AXStaticText", "description": ")", "role_description": "text", "value": ")", "position": "-391.00;-244.00", "size": "5;17", "children": []}, {"name": null, "role": "AXStaticText", "description": "Font:", "role_description": "text", "value": "Font:", "position": "-391.00;-244.00", "size": "31;17", "children": []}, {"name": null, "role": "AXPopUpButton", "description": "Font:", "role_description": "pop up button", "value": "JetBrains Mono", "position": "-391.00;-244.00", "size": "272;34", "children": [{"name": null, "role": "AXPopUpButton", "description": null, "role_description": "pop up button", "value": null, "position": "-391.00;-244.00", "size": "0;0", "children": []}]}, {"name": null, "role": "AXCheckBox", "description": "Show only monospaced fonts", "role_description": "checkbox", "value": 1, "position": "-391.00;-244.00", "size": "182;24", "children": []}, {"name": null, "role": "AXStaticText", "description": "Size:", "role_description": "text", "value": "Size:", "position": "-391.00;-244.00", "size": "30;17", "children": []}, {"name": null, "role": "AXTextField", "description": "Size:", "role_description": "text field", "value": "13.0", "position": "-391.00;-244.00", "size": "50;34", "children": []}, {"name": null, "role": "AXStaticText", "description": "Line height:", "role_description": "text", "value": "Line height:", "position": "-391.00;-244.00", "size": "71;17", "children": []}, {"name": null, "role": "AXTextField", "description": "Line height:", "role_description": "text field", "value": "1.2", "position": "-391.00;-244.00", "size": "50;34", "children": []}, {"name": null, "role": "AXCheckBox", "description": "Enable ligatures", "role_description": "checkbox", "value": 0, "position": "-391.00;-244.00", "size": "126;25", "children": []}, {"name": null, "role": "AXImage", "description": "<html>Use several characters as a single<br>ligature. Ligatures enhance code<br>readability. Use the section below<br>to preview the changes", "role_description": "image", "value": null, "position": "-391.00;-244.00", "size": "21;16", "children": []}, {"name": null, "role": "AXTextField", "description": "text/html", "role_description": "text field", "value": "\nSee line height and ligatures also in Reader mode", "position": "-391.00;-244.00", "size": "280;15", "children": [{"name": null, "role": "AXTextField", "description": "text/html", "role_description": "text field", "value": null, "position": "-391.00;-244.00", "size": "0;0", "children": []}, {"name": null, "role": "AXTextField", "description": "text/html", "role_description": "text field", "value": null, "position": "-391.00;-244.00", "size": "204;15", "children": []}, {"name": null, "role": "AXTextField", "description": "text/html", "role_description": "text field", "value": null, "position": "-391.00;-244.00", "size": "76;15", "children": []}, {"name": null, "role": "AXTextField", "description": "text/html", "role_description": "text field", "value": null, "position": "-391.00;-244.00", "size": "0;15", "children": []}]}, {"name": null, "role": "AXStaticText", "description": "Fallback font:", "role_description": "text", "value": "Fallback font:", "position": "-391.00;-244.00", "size": "83;17", "children": []}, {"name": null, "role": "AXPopUpButton", "description": "Fallback font:", "role_description": "pop up button", "value": "<None>", "position": "-391.00;-244.00", "size": "272;34", "children": [{"name": null, "role": "AXPopUpButton", "description": null, "role_description": "pop up button", "value": null, "position": "-391.00;-244.00", "size": "0;0", "children": []}]}, {"name": null, "role": "AXStaticText", "description": "Used for symbols not supported by the main font", "role_description": "text", "value": "Used for symbols not supported by the main font", "position": "-391.00;-244.00", "size": "168;28", "children": []}, {"name": null, "role": "AXGroup", "description": "", "role_description": "group", "value": 0, "position": "-391.00;-244.00", "size": "40;34", "children": []}, {"name": null, "role": "AXScrollArea", "description": null, "role_description": "scroll area", "value": 0, "position": "-391.00;-244.00", "size": "677;238", "children": [{"name": null, "role": "AXScrollBar", "description": null, "role_description": "scroll bar", "value": 0, "position": "-391.00;-244.00", "size": "18;238", "children": [{"name": null, "role": "AXButton", "description": "", "role_description": "button", "value": null, "position": "-391.00;-244.00", "size": "18;0", "children": []}, {"name": null, "role": "AXButton", "description": "", "role_description": "button", "value": null, "position": "-391.00;-244.00", "size": "18;0", "children": []}]}, {"name": null, "role": "AXScrollBar", "description": null, "role_description": "scroll bar", "value": 0, "position": "-391.00;-244.00", "size": "0;0", "children": []}, {"name": null, "role": "AXGroup", "description": "", "role_description": "group", "value": 0, "position": "-391.00;-244.00", "size": "0;0", "children": []}, {"name": null, "role": "AXStaticText", "description": "", "role_description": "text", "value": "", "position": "-391.00;-244.00", "size": "0;0", "children": []}, {"name": null, "role": "AXGroup", "description": null, "role_description": "group", "value": 0, "position": "-391.00;-244.00", "size": "11;550", "children": []}, {"name": null, "role": "AXTextArea", "description": "Editor", "role_description": "text entry area", "value": "PyCharm is an Integrated \nDevelopment Environment (IDE) designed\nto maximize productivity. It provides\nclever code completion, static code\nanalysis, and refactorings, and lets\nyou focus on the bright side of\nsoftware development making\nit an enjoyable experience.\n\nDefault:\nabcdefghijklmnopqrstuvwxyz\nABCDEFGHIJKLMNOPQRSTUVWXYZ\n0123456789 (){}[]\n+ - * / = .,;:!? #&$%@|^\n\nBold:\nabcdefghijklmnopqrstuvwxyz\nABCDEFGHIJKLMNOPQRSTUVWXYZ\n0123456789 (){}[]\n+ - * / = .,;:!? #&$%@|^\n\n<!-- -- != := === >= >- >=> |-> -> <$>\n</> #[ |||> |= ~@\n\n", "position": "-391.00;-244.00", "size": "666;550", "children": []}]}, {"name": null, "role": "AXStaticText", "description": "Enter any text to preview", "role_description": "text", "value": "Enter any text to preview", "position": "-391.00;-244.00", "size": "677;34", "children": []}, {"name": null, "role": "AXImage", "description": null, "role_description": "image", "value": null, "position": "-391.00;-244.00", "size": "17;6", "children": []}, {"name": null, "role": "AXStaticText", "description": "Scheme:", "role_description": "text", "value": "Scheme:", "position": "-391.00;-244.00", "size": "53;17", "children": []}, {"name": null, "role": "AXPopUpButton", "description": null, "role_description": "pop up button", "value": "Dark Theme default", "position": "-391.00;-244.00", "size": "200;34", "children": [{"name": null, "role": "AXPopUpButton", "description": null, "role_description": "pop up button", "value": null, "position": "-391.00;-244.00", "size": "0;0", "children": []}]}, {"name": null, "role": "AXTextField", "description": null, "role_description": "text field", "value": "", "position": "-391.00;-244.00", "size": "200;34", "children": []}, {"name": null, "role": "AXGroup", "description": "Action Toolbar", "role_description": "group", "value": 0, "position": "-391.00;-244.00", "size": "26;34", "children": [{"name": null, "role": "AXButton", "description": "Show Scheme Actions", "role_description": "button", "value": null, "position": "-391.00;-244.00", "size": "26;24", "children": []}]}, {"name": null, "role": "AXLink", "description": "Change IDE Theme…", "role_description": "link", "value": null, "position": "-391.00;-244.00", "size": "131;17", "children": []}, {"name": null, "role": "AXImage", "description": null, "role_description": "image", "value": null, "position": "-391.00;-244.00", "size": "16;16", "children": []}, {"name": null, "role": "AXStaticText", "description": "", "role_description": "text", "value": "", "position": "-391.00;-244.00", "size": "0;0", "children": []}, {"name": null, "role": "AXCheckBox", "description": "Use console font instead of the", "role_description": "checkbox", "value": 0, "position": "-391.00;-244.00", "size": "226;24", "children": []}, {"name": null, "role": "AXLink", "description": "default", "role_description": "link", "value": null, "position": "-391.00;-244.00", "size": "45;17", "children": []}, {"name": null, "role": "AXStaticText", "description": " (", "role_description": "text", "value": " (", "position": "-391.00;-244.00", "size": "8;17", "children": []}, {"name": null, "role": "AXStaticText", "description": "JetBrains Mono,13", "role_description": "text", "value": "JetBrains Mono,13", "position": "-391.00;-244.00", "size": "114;17", "children": []}, {"name": null, "role": "AXStaticText", "description": ")", "role_description": "text", "value": ")", "position": "-391.00;-244.00", "size": "5;17", "children": []}, {"name": null, "role": "AXStaticText", "description": "Font:", "role_description": "text", "value": "Font:", "position": "-391.00;-244.00", "size": "31;17", "children": []}, {"name": null, "role": "AXPopUpButton", "description": "Font:", "role_description": "pop up button", "value": "JetBrains Mono", "position": "-391.00;-244.00", "size": "272;34", "children": [{"name": null, "role": "AXPopUpButton", "description": null, "role_description": "pop up button", "value": null, "position": "-391.00;-244.00", "size": "0;0", "children": []}]}, {"name": null, "role": "AXCheckBox", "description": "Show only monospaced fonts", "role_description": "checkbox", "value": 1, "position": "-391.00;-244.00", "size": "182;24", "children": []}, {"name": null, "role": "AXStaticText", "description": "Size:", "role_description": "text", "value": "Size:", "position": "-391.00;-244.00", "size": "30;17", "children": []}, {"name": null, "role": "AXTextField", "description": "Size:", "role_description": "text field", "value": "13.0", "position": "-391.00;-244.00", "size": "50;34", "children": []}, {"name": null, "role": "AXStaticText", "description": "Line height:", "role_description": "text", "value": "Line height:", "position": "-391.00;-244.00", "size": "71;17", "children": []}, {"name": null, "role": "AXTextField", "description": "Line height:", "role_description": "text field", "value": "1.2", "position": "-391.00;-244.00", "size": "50;34", "children": []}, {"name": null, "role": "AXCheckBox", "description": "Enable ligatures", "role_description": "checkbox", "value": 0, "position": "-391.00;-244.00", "size": "126;25", "children": []}, {"name": null, "role": "AXImage", "description": "<html>Use several characters as a single<br>ligature. Ligatures enhance code<br>readability. Use the section below<br>to preview the changes", "role_description": "image", "value": null, "position": "-391.00;-244.00", "size": "21;16", "children": []}, {"name": null, "role": "AXTextField", "description": "text/html", "role_description": "text field", "value": "\nSee line height and ligatures also in Reader mode", "position": "-391.00;-244.00", "size": "280;15", "children": [{"name": null, "role": "AXTextField", "description": "text/html", "role_description": "text field", "value": null, "position": "-391.00;-244.00", "size": "0;0", "children": []}, {"name": null, "role": "AXTextField", "description": "text/html", "role_description": "text field", "value": null, "position": "-391.00;-244.00", "size": "204;15", "children": []}, {"name": null, "role": "AXTextField", "description": "text/html", "role_description": "text field", "value": null, "position": "-391.00;-244.00", "size": "76;15", "children": []}, {"name": null, "role": "AXTextField", "description": "text/html", "role_description": "text field", "value": null, "position": "-391.00;-244.00", "size": "0;15", "children": []}]}, {"name": null, "role": "AXStaticText", "description": "Fallback font:", "role_description": "text", "value": "Fallback font:", "position": "-391.00;-244.00", "size": "83;17", "children": []}, {"name": null, "role": "AXPopUpButton", "description": "Fallback font:", "role_description": "pop up button", "value": "<None>", "position": "-391.00;-244.00", "size": "272;34", "children": [{"name": null, "role": "AXPopUpButton", "description": null, "role_description": "pop up button", "value": null, "position": "-391.00;-244.00", "size": "0;0", "children": []}]}, {"name": null, "role": "AXStaticText", "description": "Used for symbols not supported by the main font", "role_description": "text", "value": "Used for symbols not supported by the main font", "position": "-391.00;-244.00", "size": "168;28", "children": []}, {"name": null, "role": "AXGroup", "description": "", "role_description": "group", "value": 0, "position": "-391.00;-244.00", "size": "40;34", "children": []}, {"name": null, "role": "AXScrollArea", "description": null, "role_description": "scroll area", "value": 0, "position": "-391.00;-244.00", "size": "677;238", "children": [{"name": null, "role": "AXScrollBar", "description": null, "role_description": "scroll bar", "value": 0, "position": "-391.00;-244.00", "size": "18;238", "children": [{"name": null, "role": "AXButton", "description": "", "role_description": "button", "value": null, "position": "-391.00;-244.00", "size": "18;0", "children": []}, {"name": null, "role": "AXButton", "description": "", "role_description": "button", "value": null, "position": "-391.00;-244.00", "size": "18;0", "children": []}]}, {"name": null, "role": "AXScrollBar", "description": null, "role_description": "scroll bar", "value": 0, "position": "-391.00;-244.00", "size": "0;0", "children": []}, {"name": null, "role": "AXGroup", "description": "", "role_description": "group", "value": 0, "position": "-391.00;-244.00", "size": "0;0", "children": []}, {"name": null, "role": "AXStaticText", "description": "", "role_description": "text", "value": "", "position": "-391.00;-244.00", "size": "0;0", "children": []}, {"name": null, "role": "AXGroup", "description": null, "role_description": "group", "value": 0, "position": "-391.00;-244.00", "size": "11;550", "children": []}, {"name": null, "role": "AXTextArea", "description": "Editor", "role_description": "text entry area", "value": "PyCharm is an Integrated \nDevelopment Environment (IDE) designed\nto maximize productivity. It provides\nclever code completion, static code\nanalysis, and refactorings, and lets\nyou focus on the bright side of\nsoftware development making\nit an enjoyable experience.\n\nDefault:\nabcdefghijklmnopqrstuvwxyz\nABCDEFGHIJKLMNOPQRSTUVWXYZ\n0123456789 (){}[]\n+ - * / = .,;:!? #&$%@|^\n\nBold:\nabcdefghijklmnopqrstuvwxyz\nABCDEFGHIJKLMNOPQRSTUVWXYZ\n0123456789 (){}[]\n+ - * / = .,;:!? #&$%@|^\n\n<!-- -- != := === >= >- >=> |-> -> <$>\n</> #[ |||> |= ~@\n\n", "position": "-391.00;-244.00", "size": "666;550", "children": []}]}, {"name": null, "role": "AXStaticText", "description": "Enter any text to preview", "role_description": "text", "value": "Enter any text to preview", "position": "-391.00;-244.00", "size": "677;34", "children": []}, {"name": null, "role": "AXImage", "description": null, "role_description": "image", "value": null, "position": "-391.00;-244.00", "size": "17;6", "children": []}, {"name": null, "role": "AXStaticText", "description": "Scheme:", "role_description": "text", "value": "Scheme:", "position": "-391.00;-244.00", "size": "53;17", "children": []}, {"name": null, "role": "AXPopUpButton", "description": null, "role_description": "pop up button", "value": "Dark Theme default", "position": "-391.00;-244.00", "size": "200;34", "children": [{"name": null, "role": "AXPopUpButton", "description": null, "role_description": "pop up button", "value": null, "position": "-391.00;-244.00", "size": "0;0", "children": []}]}, {"name": null, "role": "AXTextField", "description": null, "role_description": "text field", "value": "", "position": "-391.00;-244.00", "size": "200;34", "children": []}, {"name": null, "role": "AXGroup", "description": "Action Toolbar", "role_description": "group", "value": 0, "position": "-391.00;-244.00", "size": "26;34", "children": [{"name": null, "role": "AXButton", "description": "Show Scheme Actions", "role_description": "button", "value": null, "position": "-391.00;-244.00", "size": "26;24", "children": []}]}, {"name": null, "role": "AXLink", "description": "Change IDE Theme…", "role_description": "link", "value": null, "position": "-391.00;-244.00", "size": "131;17", "children": []}, {"name": null, "role": "AXImage", "description": null, "role_description": "image", "value": null, "position": "-391.00;-244.00", "size": "16;16", "children": []}, {"name": null, "role": "AXStaticText", "description": "", "role_description": "text", "value": "", "position": "-391.00;-244.00", "size": "0;0", "children": []}, {"name": null, "role": "AXScrollArea", "description": null, "role_description": "scroll area", "value": 0, "position": "-391.00;-244.00", "size": "405;238", "children": [{"name": null, "role": "AXScrollBar", "description": null, "role_description": "scroll bar", "value": 0, "position": "-391.00;-244.00", "size": "14;236", "children": []}, {"name": null, "role": "AXScrollBar", "description": null, "role_description": "scroll bar", "value": 0, "position": "-391.00;-244.00", "size": "0;0", "children": []}, {"name": null, "role": "AXOutline", "description": "tree", "role_description": "outline", "value": 0, "position": "-391.00;-244.00", "size": "403;320", "children": [{"name": null, "role": "AXRow", "description": "User 1 cursor", "role_description": "row", "value": 0, "position": "-391.00;-244.00", "size": "88;24", "children": [{"name": null, "role": "AXStaticText", "description": "User 1 cursor", "role_description": "text", "value": 0, "position": "-391.00;-244.00", "size": "88;24", "children": []}]}, {"name": null, "role": "AXRow", "description": "User 1 selection", "role_description": "row", "value": 0, "position": "-391.00;-244.00", "size": "104;24", "children": [{"name": null, "role": "AXStaticText", "description": "User 1 selection", "role_description": "text", "value": 0, "position": "-391.00;-244.00", "size": "104;24", "children": []}]}, {"name": null, "role": "AXRow", "description": "User 2 cursor", "role_description": "row", "value": 0, "position": "-391.00;-244.00", "size": "90;24", "children": [{"name": null, "role": "AXStaticText", "description": "User 2 cursor", "role_description": "text", "value": 0, "position": "-391.00;-244.00", "size": "90;24", "children": []}]}, {"name": null, "role": "AXRow", "description": "User 2 selection", "role_description": "row", "value": 0, "position": "-391.00;-244.00", "size": "106;24", "children": [{"name": null, "role": "AXStaticText", "description": "User 2 selection", "role_description": "text", "value": 0, "position": "-391.00;-244.00", "size": "106;24", "children": []}]}, {"name": null, "role": "AXRow", "description": "User 3 cursor", "role_description": "row", "value": 0, "position": "-391.00;-244.00", "size": "90;24", "children": [{"name": null, "role": "AXStaticText", "description": "User 3 cursor", "role_description": "text", "value": 0, "position": "-391.00;-244.00", "size": "90;24", "children": []}]}, {"name": null, "role": "AXRow", "description": "User 3 selection", "role_description": "row", "value": 0, "position": "-391.00;-244.00", "size": "106;24", "children": [{"name": null, "role": "AXStaticText", "description": "User 3 selection", "role_description": "text", "value": 0, "position": "-391.00;-244.00", "size": "106;24", "children": []}]}, {"name": null, "role": "AXRow", "description": "User 4 cursor", "role_description": "row", "value": 0, "position": "-391.00;-244.00", "size": "90;24", "children": [{"name": null, "role": "AXStaticText", "description": "User 4 cursor", "role_description": "text", "value": 0, "position": "-391.00;-244.00", "size": "90;24", "children": []}]}, {"name": null, "role": "AXRow", "description": "User 4 selection", "role_description": "row", "value": 0, "position": "-391.00;-244.00", "size": "106;24", "children": [{"name": null, "role": "AXStaticText", "description": "User 4 selection", "role_description": "text", "value": 0, "position": "-391.00;-244.00", "size": "106;24", "children": []}]}, {"name": null, "role": "AXRow", "description": "User 5 cursor", "role_description": "row", "value": 0, "position": "-391.00;-244.00", "size": "90;24", "children": [{"name": null, "role": "AXStaticText", "description": "User 5 cursor", "role_description": "text", "value": 0, "position": "-391.00;-244.00", "size": "90;24", "children": []}]}, {"name": null, "role": "AXRow", "description": "User 5 selection", "role_description": "row", "value": 0, "position": "-391.00;-244.00", "size": "106;24", "children": [{"name": null, "role": "AXStaticText", "description": "User 5 selection", "role_description": "text", "value": 0, "position": "-391.00;-244.00", "size": "106;24", "children": []}]}, {"name": null, "role": "AXRow", "description": "User 6 cursor", "role_description": "row", "value": 0, "position": "-391.00;-244.00", "size": "90;24", "children": [{"name": null, "role": "AXStaticText", "description": "User 6 cursor", "role_description": "text", "value": 0, "position": "-391.00;-244.00", "size": "90;24", "children": []}]}, {"name": null, "role": "AXRow", "description": "User 6 selection", "role_description": "row", "value": 0, "position": "-391.00;-244.00", "size": "106;24", "children": [{"name": null, "role": "AXStaticText", "description": "User 6 selection", "role_description": "text", "value": 0, "position": "-391.00;-244.00", "size": "106;24", "children": []}]}]}]}, {"name": null, "role": "AXGroup", "description": "", "role_description": "group", "value": 0, "position": "-391.00;-244.00", "size": "40;34", "children": []}, {"name": null, "role": "AXScrollArea", "description": null, "role_description": "scroll area", "value": 0, "position": "-391.00;-244.00", "size": "679;283", "children": [{"name": null, "role": "AXScrollBar", "description": null, "role_description": "scroll bar", "value": 0, "position": "-391.00;-244.00", "size": "18;281", "children": [{"name": null, "role": "AXButton", "description": "", "role_description": "button", "value": null, "position": "-391.00;-244.00", "size": "18;0", "children": []}, {"name": null, "role": "AXButton", "description": "", "role_description": "button", "value": null, "position": "-391.00;-244.00", "size": "18;0", "children": []}]}, {"name": null, "role": "AXScrollBar", "description": null, "role_description": "scroll bar", "value": 0, "position": "-391.00;-244.00", "size": "0;0", "children": []}, {"name": null, "role": "AXGroup", "description": "", "role_description": "group", "value": 0, "position": "-391.00;-244.00", "size": "0;0", "children": []}, {"name": null, "role": "AXStaticText", "description": "", "role_description": "text", "value": "", "position": "-391.00;-244.00", "size": "0;0", "children": []}, {"name": null, "role": "AXGroup", "description": null, "role_description": "group", "value": 0, "position": "-391.00;-244.00", "size": "11;308", "children": []}, {"name": null, "role": "AXTextArea", "description": "Editor", "role_description": "text entry area", "value": "{\n  // JSON file as an example\n  /* Some block comment */\n  \"keywords\":  [true, false, null],\n  \"strings\": {\n    \"no escapes\":  \"pseudopolinomiality\",\n    \"escapes\":  \"C-style\\r\\n and unicode\\u0021\"\n  },\n  \"some numbers\":  [\n    42,\n    -0.0e-0,\n    6.626e-34\n  ] \n}", "position": "-391.00;-244.00", "size": "666;308", "children": []}]}, {"name": null, "role": "AXImage", "description": null, "role_description": "image", "value": null, "position": "-391.00;-244.00", "size": "17;6", "children": []}, {"name": null, "role": "AXStaticText", "description": "Scheme:", "role_description": "text", "value": "Scheme:", "position": "-391.00;-244.00", "size": "53;17", "children": []}, {"name": null, "role": "AXPopUpButton", "description": null, "role_description": "pop up button", "value": "Dark Theme default", "position": "-391.00;-244.00", "size": "200;34", "children": [{"name": null, "role": "AXPopUpButton", "description": null, "role_description": "pop up button", "value": null, "position": "-391.00;-244.00", "size": "0;0", "children": []}]}, {"name": null, "role": "AXTextField", "description": null, "role_description": "text field", "value": "", "position": "-391.00;-244.00", "size": "200;34", "children": []}, {"name": null, "role": "AXGroup", "description": "Action Toolbar", "role_description": "group", "value": 0, "position": "-391.00;-244.00", "size": "26;34", "children": [{"name": null, "role": "AXButton", "description": "Show Scheme Actions", "role_description": "button", "value": null, "position": "-391.00;-244.00", "size": "26;24", "children": []}]}, {"name": null, "role": "AXLink", "description": "Change IDE Theme…", "role_description": "link", "value": null, "position": "-391.00;-244.00", "size": "131;17", "children": []}, {"name": null, "role": "AXImage", "description": null, "role_description": "image", "value": null, "position": "-391.00;-244.00", "size": "16;16", "children": []}, {"name": null, "role": "AXStaticText", "description": "", "role_description": "text", "value": "", "position": "-391.00;-244.00", "size": "0;0", "children": []}, {"name": null, "role": "AXScrollArea", "description": null, "role_description": "scroll area", "value": 0, "position": "-391.00;-244.00", "size": "405;238", "children": [{"name": null, "role": "AXOutline", "description": "tree", "role_description": "outline", "value": 0, "position": "-391.00;-244.00", "size": "403;236", "children": [{"name": null, "role": "AXRow", "description": "ANSI colors", "role_description": "row", "value": 0, "position": "-391.00;-244.00", "size": "78;24", "children": [{"name": null, "role": "AXStaticText", "description": "ANSI colors", "role_description": "text", "value": 0, "position": "-391.00;-244.00", "size": "78;24", "children": []}]}, {"name": null, "role": "AXRow", "description": "Console", "role_description": "row", "value": 0, "position": "-391.00;-244.00", "size": "57;24", "children": [{"name": null, "role": "AXStaticText", "description": "Console", "role_description": "text", "value": 0, "position": "-391.00;-244.00", "size": "57;24", "children": []}]}, {"name": null, "role": "AXRow", "description": "Log console", "role_description": "row", "value": 0, "position": "-391.00;-244.00", "size": "81;24", "children": [{"name": null, "role": "AXStaticText", "description": "Log console", "role_description": "text", "value": 0, "position": "-391.00;-244.00", "size": "81;24", "children": []}]}, {"name": null, "role": "AXRow", "description": "Terminal", "role_description": "row", "value": 0, "position": "-391.00;-244.00", "size": "60;24", "children": [{"name": null, "role": "AXStaticText", "description": "Terminal", "role_description": "text", "value": 0, "position": "-391.00;-244.00", "size": "60;24", "children": []}]}]}, {"name": null, "role": "AXScrollBar", "description": null, "role_description": "scroll bar", "value": 0, "position": "-391.00;-244.00", "size": "0;0", "children": []}, {"name": null, "role": "AXScrollBar", "description": null, "role_description": "scroll bar", "value": 0, "position": "-391.00;-244.00", "size": "0;0", "children": []}]}, {"name": null, "role": "AXGroup", "description": "", "role_description": "group", "value": 0, "position": "-391.00;-244.00", "size": "40;34", "children": []}, {"name": null, "role": "AXScrollArea", "description": null, "role_description": "scroll area", "value": 0, "position": "-391.00;-244.00", "size": "679;283", "children": [{"name": null, "role": "AXScrollBar", "description": null, "role_description": "scroll bar", "value": 0, "position": "-391.00;-244.00", "size": "18;281", "children": [{"name": null, "role": "AXButton", "description": "", "role_description": "button", "value": null, "position": "-391.00;-244.00", "size": "18;0", "children": []}, {"name": null, "role": "AXButton", "description": "", "role_description": "button", "value": null, "position": "-391.00;-244.00", "size": "18;0", "children": []}]}, {"name": null, "role": "AXScrollBar", "description": null, "role_description": "scroll bar", "value": 0, "position": "-391.00;-244.00", "size": "0;0", "children": []}, {"name": null, "role": "AXGroup", "description": "", "role_description": "group", "value": 0, "position": "-391.00;-244.00", "size": "0;0", "children": []}, {"name": null, "role": "AXStaticText", "description": "", "role_description": "text", "value": "", "position": "-391.00;-244.00", "size": "0;0", "children": []}, {"name": null, "role": "AXGroup", "description": null, "role_description": "group", "value": 0, "position": "-391.00;-244.00", "size": "11;726", "children": []}, {"name": null, "role": "AXTextArea", "description": "Editor", "role_description": "text entry area", "value": "C:\\command.com\n- C:>\n- help\nBad command or file name\n\nLog error\nLog warning\nLog info\nLog verbose\nLog debug\nAn expired log entry\n\n# Process output highlighted using ANSI colors codes\nANSI: black\nANSI: red\nANSI: green\nANSI: yellow\nANSI: blue\nANSI: magenta\nANSI: cyan\nANSI: gray\nANSI: dark gray\nANSI: bright red\nANSI: bright green\nANSI: bright yellow\nANSI: bright blue\nANSI: bright magenta\nANSI: bright cyan\nANSI: white\n\ngit log\nProcess finished with exit code 1\n", "position": "-391.00;-244.00", "size": "666;726", "children": []}]}, {"name": null, "role": "AXStaticText", "description": "Scheme:", "role_description": "text", "value": "Scheme:", "position": "-391.00;-244.00", "size": "53;17", "children": []}, {"name": null, "role": "AXPopUpButton", "description": null, "role_description": "pop up button", "value": "Dark Theme default", "position": "-391.00;-244.00", "size": "200;34", "children": [{"name": null, "role": "AXPopUpButton", "description": null, "role_description": "pop up button", "value": null, "position": "-391.00;-244.00", "size": "0;0", "children": []}]}, {"name": null, "role": "AXTextField", "description": null, "role_description": "text field", "value": "", "position": "-391.00;-244.00", "size": "200;34", "children": []}, {"name": null, "role": "AXGroup", "description": "Action Toolbar", "role_description": "group", "value": 0, "position": "-391.00;-244.00", "size": "26;34", "children": [{"name": null, "role": "AXButton", "description": "Show Scheme Actions", "role_description": "button", "value": null, "position": "-391.00;-244.00", "size": "26;24", "children": []}]}, {"name": null, "role": "AXLink", "description": "Change IDE Theme…", "role_description": "link", "value": null, "position": "-391.00;-244.00", "size": "131;17", "children": []}, {"name": null, "role": "AXImage", "description": null, "role_description": "image", "value": null, "position": "-391.00;-244.00", "size": "16;16", "children": []}, {"name": null, "role": "AXStaticText", "description": "", "role_description": "text", "value": "", "position": "-391.00;-244.00", "size": "0;0", "children": []}, {"name": null, "role": "AXScrollArea", "description": null, "role_description": "scroll area", "value": 0, "position": "-391.00;-244.00", "size": "405;528", "children": [{"name": null, "role": "AXOutline", "description": "tree", "role_description": "outline", "value": 0, "position": "-391.00;-244.00", "size": "403;526", "children": [{"name": null, "role": "AXRow", "description": "Breakpoint line", "role_description": "row", "value": 0, "position": "-391.00;-244.00", "size": "98;24", "children": [{"name": null, "role": "AXStaticText", "description": "Breakpoint line", "role_description": "text", "value": 0, "position": "-391.00;-244.00", "size": "98;24", "children": []}]}, {"name": null, "role": "AXRow", "description": "Evaluated expression text", "role_description": "row", "value": 0, "position": "-391.00;-244.00", "size": "165;24", "children": [{"name": null, "role": "AXStaticText", "description": "Evaluated expression text", "role_description": "text", "value": 0, "position": "-391.00;-244.00", "size": "165;24", "children": []}]}, {"name": null, "role": "AXRow", "description": "Evaluated expression text for execution line", "role_description": "row", "value": 0, "position": "-391.00;-244.00", "size": "275;24", "children": [{"name": null, "role": "AXStaticText", "description": "Evaluated expression text for execution line", "role_description": "text", "value": 0, "position": "-391.00;-244.00", "size": "275;24", "children": []}]}, {"name": null, "role": "AXRow", "description": "Execution point", "role_description": "row", "value": 0, "position": "-391.00;-244.00", "size": "102;24", "children": [{"name": null, "role": "AXStaticText", "description": "Execution point", "role_description": "text", "value": 0, "position": "-391.00;-244.00", "size": "102;24", "children": []}]}, {"name": null, "role": "AXRow", "description": "Inline stack frames", "role_description": "row", "value": 0, "position": "-391.00;-244.00", "size": "122;24", "children": [{"name": null, "role": "AXStaticText", "description": "Inline stack frames", "role_description": "text", "value": 0, "position": "-391.00;-244.00", "size": "122;24", "children": []}]}, {"name": null, "role": "AXRow", "description": "Inlined modified values", "role_description": "row", "value": 0, "position": "-391.00;-244.00", "size": "147;24", "children": [{"name": null, "role": "AXStaticText", "description": "Inlined modified values", "role_description": "text", "value": 0, "position": "-391.00;-244.00", "size": "147;24", "children": []}]}, {"name": null, "role": "AXRow", "description": "Inlined values", "role_description": "row", "value": 0, "position": "-391.00;-244.00", "size": "90;24", "children": [{"name": null, "role": "AXStaticText", "description": "Inlined values", "role_description": "text", "value": 0, "position": "-391.00;-244.00", "size": "90;24", "children": []}]}, {"name": null, "role": "AXRow", "description": "Inlined values for execution line", "role_description": "row", "value": 0, "position": "-391.00;-244.00", "size": "200;24", "children": [{"name": null, "role": "AXStaticText", "description": "Inlined values for execution line", "role_description": "text", "value": 0, "position": "-391.00;-244.00", "size": "200;24", "children": []}]}, {"name": null, "role": "AXRow", "description": "Not top frame", "role_description": "row", "value": 0, "position": "-391.00;-244.00", "size": "92;24", "children": [{"name": null, "role": "AXStaticText", "description": "Not top frame", "role_description": "text", "value": 0, "position": "-391.00;-244.00", "size": "92;24", "children": []}]}, {"name": null, "role": "AXRow", "description": "Smart step into selection", "role_description": "row", "value": 0, "position": "-391.00;-244.00", "size": "160;24", "children": [{"name": null, "role": "AXStaticText", "description": "Smart step into selection", "role_description": "text", "value": 0, "position": "-391.00;-244.00", "size": "160;24", "children": []}]}, {"name": null, "role": "AXRow", "description": "Smart step into target", "role_description": "row", "value": 0, "position": "-391.00;-244.00", "size": "141;24", "children": [{"name": null, "role": "AXStaticText", "description": "Smart step into target", "role_description": "text", "value": 0, "position": "-391.00;-244.00", "size": "141;24", "children": []}]}]}, {"name": null, "role": "AXScrollBar", "description": null, "role_description": "scroll bar", "value": 0, "position": "-391.00;-244.00", "size": "0;0", "children": []}, {"name": null, "role": "AXScrollBar", "description": null, "role_description": "scroll bar", "value": 0, "position": "-391.00;-244.00", "size": "0;0", "children": []}]}, {"name": null, "role": "AXImage", "description": null, "role_description": "image", "value": null, "position": "-391.00;-244.00", "size": "17;6", "children": []}, {"name": null, "role": "AXStaticText", "description": "Scheme:", "role_description": "text", "value": "Scheme:", "position": "-391.00;-244.00", "size": "53;17", "children": []}, {"name": null, "role": "AXPopUpButton", "description": null, "role_description": "pop up button", "value": "Dark Theme default", "position": "-391.00;-244.00", "size": "200;34", "children": [{"name": null, "role": "AXPopUpButton", "description": null, "role_description": "pop up button", "value": null, "position": "-391.00;-244.00", "size": "0;0", "children": []}]}, {"name": null, "role": "AXTextField", "description": null, "role_description": "text field", "value": "", "position": "-391.00;-244.00", "size": "200;34", "children": []}, {"name": null, "role": "AXGroup", "description": "Action Toolbar", "role_description": "group", "value": 0, "position": "-391.00;-244.00", "size": "26;34", "children": [{"name": null, "role": "AXButton", "description": "Show Scheme Actions", "role_description": "button", "value": null, "position": "-391.00;-244.00", "size": "26;24", "children": []}]}, {"name": null, "role": "AXLink", "description": "Change IDE Theme…", "role_description": "link", "value": null, "position": "-391.00;-244.00", "size": "131;17", "children": []}, {"name": null, "role": "AXImage", "description": null, "role_description": "image", "value": null, "position": "-391.00;-244.00", "size": "16;16", "children": []}, {"name": null, "role": "AXStaticText", "description": "", "role_description": "text", "value": "", "position": "-391.00;-244.00", "size": "0;0", "children": []}, {"name": null, "role": "AXScrollArea", "description": null, "role_description": "scroll area", "value": 0, "position": "-391.00;-244.00", "size": "467;238", "children": [{"name": null, "role": "AXOutline", "description": "tree", "role_description": "outline", "value": 0, "position": "-391.00;-244.00", "size": "465;236", "children": [{"name": null, "role": "AXRow", "description": "Changed lines", "role_description": "row", "value": 0, "position": "-391.00;-244.00", "size": "94;24", "children": [{"name": null, "role": "AXStaticText", "description": "Changed lines", "role_description": "text", "value": 0, "position": "-391.00;-244.00", "size": "94;24", "children": [{"name": null, "role": "AXStaticText", "description": "Changed", "role_description": "text", "value": "Changed", "position": "-391.00;-244.00", "size": "62;24", "children": []}, {"name": null, "role": "AXStaticText", "description": "Conflict", "role_description": "text", "value": "Conflict", "position": "-391.00;-244.00", "size": "54;24", "children": []}, {"name": null, "role": "AXStaticText", "description": "Deleted", "role_description": "text", "value": "Deleted", "position": "-391.00;-244.00", "size": "54;24", "children": []}, {"name": null, "role": "AXStaticText", "description": "Inserted", "role_description": "text", "value": "Inserted", "position": "-391.00;-244.00", "size": "57;24", "children": []}]}]}, {"name": null, "role": "AXRow", "description": "Changed", "role_description": "row", "value": 0, "position": "-391.00;-244.00", "size": "62;24", "children": [{"name": null, "role": "AXStaticText", "description": "Changed", "role_description": "text", "value": 0, "position": "-391.00;-244.00", "size": "62;24", "children": []}]}, {"name": null, "role": "AXRow", "description": "Conflict", "role_description": "row", "value": 0, "position": "-391.00;-244.00", "size": "54;24", "children": [{"name": null, "role": "AXStaticText", "description": "Conflict", "role_description": "text", "value": 0, "position": "-391.00;-244.00", "size": "54;24", "children": []}]}, {"name": null, "role": "AXRow", "description": "Deleted", "role_description": "row", "value": 0, "position": "-391.00;-244.00", "size": "54;24", "children": [{"name": null, "role": "AXStaticText", "description": "Deleted", "role_description": "text", "value": 0, "position": "-391.00;-244.00", "size": "54;24", "children": []}]}, {"name": null, "role": "AXRow", "description": "Inserted", "role_description": "row", "value": 0, "position": "-391.00;-244.00", "size": "57;24", "children": [{"name": null, "role": "AXStaticText", "description": "Inserted", "role_description": "text", "value": 0, "position": "-391.00;-244.00", "size": "57;24", "children": []}]}, {"name": null, "role": "AXRow", "description": "Folded unchanged fragments", "role_description": "row", "value": 0, "position": "-391.00;-244.00", "size": "187;24", "children": [{"name": null, "role": "AXStaticText", "description": "Folded unchanged fragments", "role_description": "text", "value": 0, "position": "-391.00;-244.00", "size": "187;24", "children": []}]}]}, {"name": null, "role": "AXScrollBar", "description": null, "role_description": "scroll bar", "value": 0, "position": "-391.00;-244.00", "size": "0;0", "children": []}, {"name": null, "role": "AXScrollBar", "description": null, "role_description": "scroll bar", "value": 0, "position": "-391.00;-244.00", "size": "0;0", "children": []}]}, {"name": null, "role": "AXStaticText", "description": "Important", "role_description": "text", "value": "Important", "position": "-391.00;-244.00", "size": "60;17", "children": []}, {"name": null, "role": "AXStaticText", "description": "Error stripe mark", "role_description": "text", "value": "Error stripe mark", "position": "-391.00;-244.00", "size": "103;17", "children": []}, {"name": null, "role": "AXStaticText", "description": "Ignored", "role_description": "text", "value": "Ignored", "position": "-391.00;-244.00", "size": "47;17", "children": []}, {"name": null, "role": "AXCheckBox", "description": "Inherit ignored color", "role_description": "checkbox", "value": 1, "position": "-391.00;-244.00", "size": "152;25", "children": []}, {"name": null, "role": "AXStaticText", "description": "", "role_description": "text", "value": "", "position": "-391.00;-244.00", "size": "185;16", "children": [{"name": null, "role": "AXStaticText", "description": null, "role_description": "text", "value": null, "position": "-391.00;-244.00", "size": "0;16", "children": []}, {"name": null, "role": "AXTextField", "description": "text/html", "role_description": "text field", "value": "", "position": "-391.00;-244.00", "size": "185;16", "children": [{"name": null, "role": "AXTextField", "description": "text/html", "role_description": "text field", "value": null, "position": "-391.00;-244.00", "size": "185;8", "children": []}]}]}, {"name": null, "role": "AXImage", "description": null, "role_description": "image", "value": null, "position": "-391.00;-244.00", "size": "16;16", "children": []}, {"name": null, "role": "AXScrollArea", "description": null, "role_description": "scroll area", "value": 0, "position": "-391.00;-244.00", "size": "209;263", "children": [{"name": null, "role": "AXScrollBar", "description": null, "role_description": "scroll bar", "value": 0, "position": "-391.00;-244.00", "size": "18;263", "children": [{"name": null, "role": "AXButton", "description": "", "role_description": "button", "value": null, "position": "-391.00;-244.00", "size": "18;0", "children": []}, {"name": null, "role": "AXButton", "description": "", "role_description": "button", "value": null, "position": "-391.00;-244.00", "size": "18;0", "children": []}]}, {"name": null, "role": "AXScrollBar", "description": null, "role_description": "scroll bar", "value": 0, "position": "-391.00;-244.00", "size": "143;14", "children": []}, {"name": null, "role": "AXGroup", "description": "", "role_description": "group", "value": 0, "position": "-391.00;-244.00", "size": "0;0", "children": []}, {"name": null, "role": "AXStaticText", "description": "", "role_description": "text", "value": "", "position": "-391.00;-244.00", "size": "0;0", "children": []}, {"name": null, "role": "AXGroup", "description": null, "role_description": "group", "value": 0, "position": "-391.00;-244.00", "size": "48;462", "children": []}, {"name": null, "role": "AXTextArea", "description": "Editor", "role_description": "text entry area", "value": "class MyClass\n  value = 123\n\n  def left_only(self):\n    bar(123)\n\n  def foo(self):\n    # Left changes\n    pass\n\n  def bar(self, a, b)\n\n    print a\n    print b\n\n\n\n", "position": "-391.00;-244.00", "size": "212;462", "children": []}]}, {"name": null, "role": "AXStaticText", "description": "", "role_description": "text", "value": "", "position": "-391.00;-244.00", "size": "187;16", "children": [{"name": null, "role": "AXStaticText", "description": null, "role_description": "text", "value": null, "position": "-391.00;-244.00", "size": "0;16", "children": []}, {"name": null, "role": "AXTextField", "description": "text/html", "role_description": "text field", "value": "", "position": "-391.00;-244.00", "size": "187;16", "children": [{"name": null, "role": "AXTextField", "description": "text/html", "role_description": "text field", "value": null, "position": "-391.00;-244.00", "size": "187;8", "children": []}]}]}, {"name": null, "role": "AXImage", "description": null, "role_description": "image", "value": null, "position": "-391.00;-244.00", "size": "16;16", "children": []}, {"name": null, "role": "AXScrollArea", "description": null, "role_description": "scroll area", "value": 0, "position": "-391.00;-244.00", "size": "211;263", "children": [{"name": null, "role": "AXScrollBar", "description": null, "role_description": "scroll bar", "value": 0, "position": "-391.00;-244.00", "size": "18;263", "children": [{"name": null, "role": "AXButton", "description": "", "role_description": "button", "value": null, "position": "-391.00;-244.00", "size": "18;0", "children": []}, {"name": null, "role": "AXButton", "description": "", "role_description": "button", "value": null, "position": "-391.00;-244.00", "size": "18;0", "children": []}]}, {"name": null, "role": "AXScrollBar", "description": null, "role_description": "scroll bar", "value": 0, "position": "-391.00;-244.00", "size": "145;14", "children": []}, {"name": null, "role": "AXGroup", "description": "", "role_description": "group", "value": 0, "position": "-391.00;-244.00", "size": "0;0", "children": []}, {"name": null, "role": "AXStaticText", "description": "", "role_description": "text", "value": "", "position": "-391.00;-244.00", "size": "0;0", "children": []}, {"name": null, "role": "AXGroup", "description": null, "role_description": "group", "value": 0, "position": "-391.00;-244.00", "size": "48;440", "children": []}, {"name": null, "role": "AXTextArea", "description": "Editor", "role_description": "text entry area", "value": "class MyClass\n  value = 123\n\n  def foo(self):\n    pass\n\n  def removed_from_left(self):\n    bar('PyCharmRulezzz')\n\n  def bar(self, a, b)\n\n    print a\n    print b\n\n\n\n", "position": "-391.00;-244.00", "size": "257;440", "children": []}]}, {"name": null, "role": "AXStaticText", "description": "", "role_description": "text", "value": "", "position": "-391.00;-244.00", "size": "185;16", "children": [{"name": null, "role": "AXStaticText", "description": null, "role_description": "text", "value": null, "position": "-391.00;-244.00", "size": "0;16", "children": []}, {"name": null, "role": "AXTextField", "description": "text/html", "role_description": "text field", "value": "", "position": "-391.00;-244.00", "size": "185;16", "children": [{"name": null, "role": "AXTextField", "description": "text/html", "role_description": "text field", "value": null, "position": "-391.00;-244.00", "size": "185;8", "children": []}]}]}, {"name": null, "role": "AXImage", "description": null, "role_description": "image", "value": null, "position": "-391.00;-244.00", "size": "16;16", "children": []}, {"name": null, "role": "AXScrollArea", "description": null, "role_description": "scroll area", "value": 0, "position": "-391.00;-244.00", "size": "209;263", "children": [{"name": null, "role": "AXScrollBar", "description": null, "role_description": "scroll bar", "value": 0, "position": "-391.00;-244.00", "size": "18;263", "children": [{"name": null, "role": "AXButton", "description": "", "role_description": "button", "value": null, "position": "-391.00;-244.00", "size": "18;0", "children": []}, {"name": null, "role": "AXButton", "description": "", "role_description": "button", "value": null, "position": "-391.00;-244.00", "size": "18;0", "children": []}]}, {"name": null, "role": "AXScrollBar", "description": null, "role_description": "scroll bar", "value": 0, "position": "-391.00;-244.00", "size": "143;14", "children": []}, {"name": null, "role": "AXGroup", "description": "", "role_description": "group", "value": 0, "position": "-391.00;-244.00", "size": "0;0", "children": []}, {"name": null, "role": "AXStaticText", "description": "", "role_description": "text", "value": "", "position": "-391.00;-244.00", "size": "0;0", "children": []}, {"name": null, "role": "AXGroup", "description": null, "role_description": "group", "value": 0, "position": "-391.00;-244.00", "size": "48;462", "children": []}, {"name": null, "role": "AXTextArea", "description": "Editor", "role_description": "text entry area", "value": "class MyClass\n  value = -123\n\n  def foo(self):\n    # Right changes\n    pass\n\n  def removed_from_left(self):\n    bar('PyCharmRulezzz')\n\n  def bar(self, a, b)\n    print a\n\n    print b\n\n\n\n", "position": "-391.00;-244.00", "size": "257;462", "children": []}]}, {"name": null, "role": "AXImage", "description": null, "role_description": "image", "value": null, "position": "-391.00;-244.00", "size": "17;6", "children": []}, {"name": null, "role": "AXStaticText", "description": "Scheme:", "role_description": "text", "value": "Scheme:", "position": "-391.00;-244.00", "size": "53;17", "children": []}, {"name": null, "role": "AXPopUpButton", "description": null, "role_description": "pop up button", "value": "Dark Theme default", "position": "-391.00;-244.00", "size": "200;34", "children": [{"name": null, "role": "AXPopUpButton", "description": null, "role_description": "pop up button", "value": null, "position": "-391.00;-244.00", "size": "0;0", "children": []}]}, {"name": null, "role": "AXTextField", "description": null, "role_description": "text field", "value": "", "position": "-391.00;-244.00", "size": "200;34", "children": []}, {"name": null, "role": "AXGroup", "description": "Action Toolbar", "role_description": "group", "value": 0, "position": "-391.00;-244.00", "size": "26;34", "children": [{"name": null, "role": "AXButton", "description": "Show Scheme Actions", "role_description": "button", "value": null, "position": "-391.00;-244.00", "size": "26;24", "children": []}]}, {"name": null, "role": "AXLink", "description": "Change IDE Theme…", "role_description": "link", "value": null, "position": "-391.00;-244.00", "size": "131;17", "children": []}, {"name": null, "role": "AXImage", "description": null, "role_description": "image", "value": null, "position": "-391.00;-244.00", "size": "16;16", "children": []}, {"name": null, "role": "AXStaticText", "description": "", "role_description": "text", "value": "", "position": "-391.00;-244.00", "size": "0;0", "children": []}, {"name": null, "role": "AXScrollArea", "description": null, "role_description": "scroll area", "value": 0, "position": "-391.00;-244.00", "size": "405;238", "children": [{"name": null, "role": "AXScrollBar", "description": null, "role_description": "scroll bar", "value": 0, "position": "-391.00;-244.00", "size": "14;236", "children": []}, {"name": null, "role": "AXScrollBar", "description": null, "role_description": "scroll bar", "value": 0, "position": "-391.00;-244.00", "size": "0;0", "children": []}, {"name": null, "role": "AXOutline", "description": "tree", "role_description": "outline", "value": 0, "position": "-391.00;-244.00", "size": "403;272", "children": [{"name": null, "role": "AXRow", "description": "Block comment", "role_description": "row", "value": 0, "position": "-391.00;-244.00", "size": "101;24", "children": [{"name": null, "role": "AXStaticText", "description": "Block comment", "role_description": "text", "value": 0, "position": "-391.00;-244.00", "size": "101;24", "children": []}]}, {"name": null, "role": "AXRow", "description": "Invalid string escape", "role_description": "row", "value": 0, "position": "-391.00;-244.00", "size": "133;24", "children": [{"name": null, "role": "AXStaticText", "description": "Invalid string escape", "role_description": "text", "value": 0, "position": "-391.00;-244.00", "size": "133;24", "children": []}]}, {"name": null, "role": "AXRow", "description": "Keyword1", "role_description": "row", "value": 0, "position": "-391.00;-244.00", "size": "67;24", "children": [{"name": null, "role": "AXStaticText", "description": "Keyword1", "role_description": "text", "value": 0, "position": "-391.00;-244.00", "size": "67;24", "children": []}]}, {"name": null, "role": "AXRow", "description": "Keyword2", "role_description": "row", "value": 0, "position": "-391.00;-244.00", "size": "69;24", "children": [{"name": null, "role": "AXStaticText", "description": "Keyword2", "role_description": "text", "value": 0, "position": "-391.00;-244.00", "size": "69;24", "children": []}]}, {"name": null, "role": "AXRow", "description": "Keyword3", "role_description": "row", "value": 0, "position": "-391.00;-244.00", "size": "69;24", "children": [{"name": null, "role": "AXStaticText", "description": "Keyword3", "role_description": "text", "value": 0, "position": "-391.00;-244.00", "size": "69;24", "children": []}]}, {"name": null, "role": "AXRow", "description": "Keyword4", "role_description": "row", "value": 0, "position": "-391.00;-244.00", "size": "69;24", "children": [{"name": null, "role": "AXStaticText", "description": "Keyword4", "role_description": "text", "value": 0, "position": "-391.00;-244.00", "size": "69;24", "children": []}]}, {"name": null, "role": "AXRow", "description": "Line comment", "role_description": "row", "value": 0, "position": "-391.00;-244.00", "size": "93;24", "children": [{"name": null, "role": "AXStaticText", "description": "Line comment", "role_description": "text", "value": 0, "position": "-391.00;-244.00", "size": "93;24", "children": []}]}, {"name": null, "role": "AXRow", "description": "Number", "role_description": "row", "value": 0, "position": "-391.00;-244.00", "size": "56;24", "children": [{"name": null, "role": "AXStaticText", "description": "Number", "role_description": "text", "value": 0, "position": "-391.00;-244.00", "size": "56;24", "children": []}]}, {"name": null, "role": "AXRow", "description": "String", "role_description": "row", "value": 0, "position": "-391.00;-244.00", "size": "43;24", "children": [{"name": null, "role": "AXStaticText", "description": "String", "role_description": "text", "value": 0, "position": "-391.00;-244.00", "size": "43;24", "children": []}]}, {"name": null, "role": "AXRow", "description": "Valid string escape", "role_description": "row", "value": 0, "position": "-391.00;-244.00", "size": "124;24", "children": [{"name": null, "role": "AXStaticText", "description": "Valid string escape", "role_description": "text", "value": 0, "position": "-391.00;-244.00", "size": "124;24", "children": []}]}]}]}, {"name": null, "role": "AXGroup", "description": "", "role_description": "group", "value": 0, "position": "-391.00;-244.00", "size": "40;34", "children": []}, {"name": null, "role": "AXScrollArea", "description": null, "role_description": "scroll area", "value": 0, "position": "-391.00;-244.00", "size": "679;283", "children": [{"name": null, "role": "AXScrollBar", "description": null, "role_description": "scroll bar", "value": 0, "position": "-391.00;-244.00", "size": "18;281", "children": [{"name": null, "role": "AXButton", "description": "", "role_description": "button", "value": null, "position": "-391.00;-244.00", "size": "18;0", "children": []}, {"name": null, "role": "AXButton", "description": "", "role_description": "button", "value": null, "position": "-391.00;-244.00", "size": "18;0", "children": []}]}, {"name": null, "role": "AXScrollBar", "description": null, "role_description": "scroll bar", "value": 0, "position": "-391.00;-244.00", "size": "0;0", "children": []}, {"name": null, "role": "AXGroup", "description": "", "role_description": "group", "value": 0, "position": "-391.00;-244.00", "size": "0;0", "children": []}, {"name": null, "role": "AXStaticText", "description": "", "role_description": "text", "value": "", "position": "-391.00;-244.00", "size": "0;0", "children": []}, {"name": null, "role": "AXGroup", "description": null, "role_description": "group", "value": 0, "position": "-391.00;-244.00", "size": "11;308", "children": []}, {"name": null, "role": "AXTextArea", "description": "Editor", "role_description": "text entry area", "value": "# Line comment\naKeyword1 variable = 123;\nanotherKeyword1 someString = \"SomeString\";\naKeyword2 variable = 123;\nanotherKeyword2 someString = \"SomeString\";\naKeyword3 variable = 123;\nanotherKeyword3 someString = \"SomeString\";\naKeyword4 variable = 123;\nanotherKeyword4 someString = \"SomeString \\n\\x  \\& \\g \";\n/* \n * Block comment\n */\n\n", "position": "-391.00;-244.00", "size": "666;308", "children": []}]}, {"name": null, "role": "AXImage", "description": null, "role_description": "image", "value": null, "position": "-391.00;-244.00", "size": "17;6", "children": []}, {"name": null, "role": "AXStaticText", "description": "Scheme:", "role_description": "text", "value": "Scheme:", "position": "-391.00;-244.00", "size": "53;17", "children": []}, {"name": null, "role": "AXPopUpButton", "description": null, "role_description": "pop up button", "value": "Dark Theme default", "position": "-391.00;-244.00", "size": "200;34", "children": [{"name": null, "role": "AXPopUpButton", "description": null, "role_description": "pop up button", "value": null, "position": "-391.00;-244.00", "size": "0;0", "children": []}]}, {"name": null, "role": "AXTextField", "description": null, "role_description": "text field", "value": "", "position": "-391.00;-244.00", "size": "200;34", "children": []}, {"name": null, "role": "AXGroup", "description": "Action Toolbar", "role_description": "group", "value": 0, "position": "-391.00;-244.00", "size": "26;34", "children": [{"name": null, "role": "AXButton", "description": "Show Scheme Actions", "role_description": "button", "value": null, "position": "-391.00;-244.00", "size": "26;24", "children": []}]}, {"name": null, "role": "AXLink", "description": "Change IDE Theme…", "role_description": "link", "value": null, "position": "-391.00;-244.00", "size": "131;17", "children": []}, {"name": null, "role": "AXImage", "description": null, "role_description": "image", "value": null, "position": "-391.00;-244.00", "size": "16;16", "children": []}, {"name": null, "role": "AXStaticText", "description": "", "role_description": "text", "value": "", "position": "-391.00;-244.00", "size": "0;0", "children": []}, {"name": null, "role": "AXScrollArea", "description": null, "role_description": "scroll area", "value": 0, "position": "-391.00;-244.00", "size": "435;299", "children": [{"name": null, "role": "AXOutline", "description": "tree", "role_description": "outline", "value": 0, "position": "-391.00;-244.00", "size": "433;297", "children": [{"name": null, "role": "AXRow", "description": "Editor Gutter", "role_description": "row", "value": 0, "position": "-391.00;-244.00", "size": "85;24", "children": [{"name": null, "role": "AXStaticText", "description": "Editor Gutter", "role_description": "text", "value": 0, "position": "-391.00;-244.00", "size": "85;24", "children": []}]}, {"name": null, "role": "AXRow", "description": "VCS Annotations", "role_description": "row", "value": 0, "position": "-391.00;-244.00", "size": "110;24", "children": [{"name": null, "role": "AXStaticText", "description": "VCS Annotations", "role_description": "text", "value": 0, "position": "-391.00;-244.00", "size": "110;24", "children": []}]}]}, {"name": null, "role": "AXScrollBar", "description": null, "role_description": "scroll bar", "value": 0, "position": "-391.00;-244.00", "size": "0;0", "children": []}, {"name": null, "role": "AXScrollBar", "description": null, "role_description": "scroll bar", "value": 0, "position": "-391.00;-244.00", "size": "0;0", "children": []}]}, {"name": null, "role": "AXCheckBox", "description": "Foreground", "role_description": "checkbox", "value": 0, "position": "-391.00;-244.00", "size": "100;25", "children": []}, {"name": null, "role": "AXCheckBox", "description": "Background", "role_description": "checkbox", "value": 0, "position": "-391.00;-244.00", "size": "102;25", "children": []}, {"name": null, "role": "AXCheckBox", "description": "Error stripe mark", "role_description": "checkbox", "value": 0, "position": "-391.00;-244.00", "size": "131;25", "children": []}, {"name": null, "role": "AXCheckBox", "description": "Effects", "role_description": "checkbox", "value": 0, "position": "-391.00;-244.00", "size": "72;25", "children": []}, {"name": null, "role": "AXCheckBox", "description": "Inherit values from:", "role_description": "checkbox", "value": 0, "position": "-391.00;-244.00", "size": "0;0", "children": []}, {"name": null, "role": "AXScrollArea", "description": null, "role_description": "scroll area", "value": 0, "position": "-391.00;-244.00", "size": "210;23", "children": [{"name": null, "role": "AXTextField", "description": "text/html", "role_description": "text field", "value": "\n", "position": "-391.00;-244.00", "size": "210;23", "children": [{"name": null, "role": "AXTextField", "description": "text/html", "role_description": "text field", "value": null, "position": "-391.00;-244.00", "size": "205;15", "children": []}, {"name": null, "role": "AXTextField", "description": "text/html", "role_description": "text field", "value": null, "position": "-391.00;-244.00", "size": "205;0", "children": []}]}, {"name": null, "role": "AXScrollBar", "description": null, "role_description": "scroll bar", "value": 0, "position": "-391.00;-244.00", "size": "0;0", "children": []}, {"name": null, "role": "AXScrollBar", "description": null, "role_description": "scroll bar", "value": 0, "position": "-391.00;-244.00", "size": "0;0", "children": []}]}, {"name": null, "role": "AXCheckBox", "description": "Bold", "role_description": "checkbox", "value": 0, "position": "-391.00;-244.00", "size": "55;25", "children": []}, {"name": null, "role": "AXCheckBox", "description": "Italic", "role_description": "checkbox", "value": 0, "position": "-391.00;-244.00", "size": "57;25", "children": []}, {"name": null, "role": "AXStaticText", "description": "Font", "role_description": "text", "value": "Font", "position": "-391.00;-244.00", "size": "0;0", "children": []}, {"name": null, "role": "AXPopUpButton", "description": null, "role_description": "pop up button", "value": null, "position": "-391.00;-244.00", "size": "176;34", "children": [{"name": null, "role": "AXPopUpButton", "description": null, "role_description": "pop up button", "value": null, "position": "-391.00;-244.00", "size": "0;0", "children": [{"name": null, "role": "AXMenuItem", "description": null, "role_description": "menu item", "value": null, "position": "-391.00;-244.00", "size": "0;0", "children": [{"name": null, "role": "AXList", "description": "list", "role_description": "list", "value": 0, "position": "-391.00;-244.00", "size": "0;0", "children": [{"name": null, "role": "AXRow", "description": "Underscored", "role_description": "row", "value": 0, "position": "-391.00;-244.00", "size": "0;24", "children": [{"name": null, "role": "AXStaticText", "description": "Underscored", "role_description": "text", "value": 0, "position": "-391.00;-244.00", "size": "0;24", "children": []}]}, {"name": null, "role": "AXRow", "description": "Bold Underscored", "role_description": "row", "value": 0, "position": "-391.00;-244.00", "size": "0;24", "children": [{"name": null, "role": "AXStaticText", "description": "Bold Underscored", "role_description": "text", "value": 0, "position": "-391.00;-244.00", "size": "0;24", "children": []}]}, {"name": null, "role": "AXRow", "description": "Underwaved", "role_description": "row", "value": 0, "position": "-391.00;-244.00", "size": "0;24", "children": [{"name": null, "role": "AXStaticText", "description": "Underwaved", "role_description": "text", "value": 0, "position": "-391.00;-244.00", "size": "0;24", "children": []}]}, {"name": null, "role": "AXRow", "description": "Bordered", "role_description": "row", "value": 0, "position": "-391.00;-244.00", "size": "0;24", "children": [{"name": null, "role": "AXStaticText", "description": "Bordered", "role_description": "text", "value": 0, "position": "-391.00;-244.00", "size": "0;24", "children": []}]}, {"name": null, "role": "AXRow", "description": "Strikeout", "role_description": "row", "value": 0, "position": "-391.00;-244.00", "size": "0;24", "children": [{"name": null, "role": "AXStaticText", "description": "Strikeout", "role_description": "text", "value": 0, "position": "-391.00;-244.00", "size": "0;24", "children": []}]}, {"name": null, "role": "AXRow", "description": "Dotted Line", "role_description": "row", "value": 0, "position": "-391.00;-244.00", "size": "0;24", "children": [{"name": null, "role": "AXStaticText", "description": "Dotted Line", "role_description": "text", "value": 0, "position": "-391.00;-244.00", "size": "0;24", "children": []}]}]}, {"name": null, "role": "AXScrollBar", "description": null, "role_description": "scroll bar", "value": 0, "position": "-391.00;-244.00", "size": "0;0", "children": []}]}]}]}, {"name": null, "role": "AXScrollArea", "description": null, "role_description": "scroll area", "value": 0, "position": "-391.00;-244.00", "size": "679;222", "children": [{"name": null, "role": "AXScrollBar", "description": null, "role_description": "scroll bar", "value": 0, "position": "-391.00;-244.00", "size": "14;220", "children": []}, {"name": null, "role": "AXScrollBar", "description": null, "role_description": "scroll bar", "value": 0, "position": "-391.00;-244.00", "size": "0;0", "children": []}, {"name": null, "role": "AXGroup", "description": "", "role_description": "group", "value": 0, "position": "-391.00;-244.00", "size": "0;0", "children": []}, {"name": null, "role": "AXStaticText", "description": "", "role_description": "text", "value": "", "position": "-391.00;-244.00", "size": "0;0", "children": []}, {"name": null, "role": "AXGroup", "description": null, "role_description": "group", "value": 0, "position": "-391.00;-244.00", "size": "218;594", "children": []}, {"name": null, "role": "AXTextArea", "description": "Editor", "role_description": "text entry area", "value": "Deleted line below\n\nModified line\n\nAdded line\n\nLine with modified whitespaces\n\nAdded line\nLine with modified whitespaces and deletion after\n\nDeleted ignored line below\n\nModified ignored line\n\nAdded ignored line\n\nLine modified in last commit\n\n\n\n", "position": "-391.00;-244.00", "size": "459;594", "children": []}]}, {"name": null, "role": "AXImage", "description": null, "role_description": "image", "value": null, "position": "-391.00;-244.00", "size": "17;6", "children": []}, {"name": null, "role": "AXStaticText", "description": "Scheme:", "role_description": "text", "value": "Scheme:", "position": "-391.00;-244.00", "size": "53;17", "children": []}, {"name": null, "role": "AXPopUpButton", "description": null, "role_description": "pop up button", "value": "Dark Theme default", "position": "-391.00;-244.00", "size": "200;34", "children": [{"name": null, "role": "AXPopUpButton", "description": null, "role_description": "pop up button", "value": null, "position": "-391.00;-244.00", "size": "0;0", "children": []}]}, {"name": null, "role": "AXTextField", "description": null, "role_description": "text field", "value": "", "position": "-391.00;-244.00", "size": "200;34", "children": []}, {"name": null, "role": "AXGroup", "description": "Action Toolbar", "role_description": "group", "value": 0, "position": "-391.00;-244.00", "size": "26;34", "children": [{"name": null, "role": "AXButton", "description": "Show Scheme Actions", "role_description": "button", "value": null, "position": "-391.00;-244.00", "size": "26;24", "children": []}]}, {"name": null, "role": "AXLink", "description": "Change IDE Theme…", "role_description": "link", "value": null, "position": "-391.00;-244.00", "size": "131;17", "children": []}, {"name": null, "role": "AXImage", "description": null, "role_description": "image", "value": null, "position": "-391.00;-244.00", "size": "16;16", "children": []}, {"name": null, "role": "AXStaticText", "description": "", "role_description": "text", "value": "", "position": "-391.00;-244.00", "size": "0;0", "children": []}, {"name": null, "role": "AXScrollArea", "description": null, "role_description": "scroll area", "value": 0, "position": "-391.00;-244.00", "size": "405;238", "children": [{"name": null, "role": "AXScrollBar", "description": null, "role_description": "scroll bar", "value": 0, "position": "-391.00;-244.00", "size": "14;236", "children": []}, {"name": null, "role": "AXScrollBar", "description": null, "role_description": "scroll bar", "value": 0, "position": "-391.00;-244.00", "size": "0;0", "children": []}, {"name": null, "role": "AXOutline", "description": "tree", "role_description": "outline", "value": 0, "position": "-391.00;-244.00", "size": "403;440", "children": [{"name": null, "role": "AXRow", "description": "Braces and Operators", "role_description": "row", "value": 0, "position": "-391.00;-244.00", "size": "141;24", "children": [{"name": null, "role": "AXStaticText", "description": "Braces and Operators", "role_description": "text", "value": 0, "position": "-391.00;-244.00", "size": "141;24", "children": []}]}, {"name": null, "role": "AXRow", "description": "Built-in name", "role_description": "row", "value": 0, "position": "-391.00;-244.00", "size": "88;24", "children": [{"name": null, "role": "AXStaticText", "description": "Built-in name", "role_description": "text", "value": 0, "position": "-391.00;-244.00", "size": "88;24", "children": []}]}, {"name": null, "role": "AXRow", "description": "Class definition", "role_description": "row", "value": 0, "position": "-391.00;-244.00", "size": "101;24", "children": [{"name": null, "role": "AXStaticText", "description": "Class definition", "role_description": "text", "value": 0, "position": "-391.00;-244.00", "size": "101;24", "children": []}]}, {"name": null, "role": "AXRow", "description": "Decorator", "role_description": "row", "value": 0, "position": "-391.00;-244.00", "size": "68;24", "children": [{"name": null, "role": "AXStaticText", "description": "Decorator", "role_description": "text", "value": 0, "position": "-391.00;-244.00", "size": "68;24", "children": []}]}, {"name": null, "role": "AXRow", "description": "Docstring", "role_description": "row", "value": 0, "position": "-391.00;-244.00", "size": "66;24", "children": [{"name": null, "role": "AXStaticText", "description": "Docstring", "role_description": "text", "value": 0, "position": "-391.00;-244.00", "size": "66;24", "children": []}]}, {"name": null, "role": "AXRow", "description": "Functions", "role_description": "row", "value": 0, "position": "-391.00;-244.00", "size": "67;24", "children": [{"name": null, "role": "AXStaticText", "description": "Functions", "role_description": "text", "value": 0, "position": "-391.00;-244.00", "size": "67;24", "children": []}]}, {"name": null, "role": "AXRow", "description": "Keyword", "role_description": "row", "value": 0, "position": "-391.00;-244.00", "size": "61;24", "children": [{"name": null, "role": "AXStaticText", "description": "Keyword", "role_description": "text", "value": 0, "position": "-391.00;-244.00", "size": "61;24", "children": []}]}, {"name": null, "role": "AXRow", "description": "Keyword argument", "role_description": "row", "value": 0, "position": "-391.00;-244.00", "size": "124;24", "children": [{"name": null, "role": "AXStaticText", "description": "Keyword argument", "role_description": "text", "value": 0, "position": "-391.00;-244.00", "size": "124;24", "children": []}]}, {"name": null, "role": "AXRow", "description": "Line comment", "role_description": "row", "value": 0, "position": "-391.00;-244.00", "size": "93;24", "children": [{"name": null, "role": "AXStaticText", "description": "Line comment", "role_description": "text", "value": 0, "position": "-391.00;-244.00", "size": "93;24", "children": []}]}, {"name": null, "role": "AXRow", "description": "Local variables", "role_description": "row", "value": 0, "position": "-391.00;-244.00", "size": "98;24", "children": [{"name": null, "role": "AXStaticText", "description": "Local variables", "role_description": "text", "value": 0, "position": "-391.00;-244.00", "size": "98;24", "children": []}]}, {"name": null, "role": "AXRow", "description": "Number", "role_description": "row", "value": 0, "position": "-391.00;-244.00", "size": "56;24", "children": [{"name": null, "role": "AXStaticText", "description": "Number", "role_description": "text", "value": 0, "position": "-391.00;-244.00", "size": "56;24", "children": []}]}, {"name": null, "role": "AXRow", "description": "Parameters", "role_description": "row", "value": 0, "position": "-391.00;-244.00", "size": "77;24", "children": [{"name": null, "role": "AXStaticText", "description": "Parameters", "role_description": "text", "value": 0, "position": "-391.00;-244.00", "size": "77;24", "children": []}]}, {"name": null, "role": "AXRow", "description": "Semantic highlighting", "role_description": "row", "value": 0, "position": "-391.00;-244.00", "size": "139;24", "children": [{"name": null, "role": "AXStaticText", "description": "Semantic highlighting", "role_description": "text", "value": 0, "position": "-391.00;-244.00", "size": "139;24", "children": []}]}, {"name": null, "role": "AXRow", "description": "Special names", "role_description": "row", "value": 0, "position": "-391.00;-244.00", "size": "95;24", "children": [{"name": null, "role": "AXStaticText", "description": "Special names", "role_description": "text", "value": 0, "position": "-391.00;-244.00", "size": "95;24", "children": []}]}, {"name": null, "role": "AXRow", "description": "String", "role_description": "row", "value": 0, "position": "-391.00;-244.00", "size": "43;24", "children": [{"name": null, "role": "AXStaticText", "description": "String", "role_description": "text", "value": 0, "position": "-391.00;-244.00", "size": "43;24", "children": []}]}, {"name": null, "role": "AXRow", "description": "Type annotation", "role_description": "row", "value": 0, "position": "-391.00;-244.00", "size": "107;24", "children": [{"name": null, "role": "AXStaticText", "description": "Type annotation", "role_description": "text", "value": 0, "position": "-391.00;-244.00", "size": "107;24", "children": []}]}, {"name": null, "role": "AXRow", "description": "Type parameters", "role_description": "row", "value": 0, "position": "-391.00;-244.00", "size": "111;24", "children": [{"name": null, "role": "AXStaticText", "description": "Type parameters", "role_description": "text", "value": 0, "position": "-391.00;-244.00", "size": "111;24", "children": []}]}]}]}, {"name": null, "role": "AXGroup", "description": "", "role_description": "group", "value": 0, "position": "-391.00;-244.00", "size": "40;34", "children": []}, {"name": null, "role": "AXScrollArea", "description": null, "role_description": "scroll area", "value": 0, "position": "-391.00;-244.00", "size": "679;283", "children": [{"name": null, "role": "AXScrollBar", "description": null, "role_description": "scroll bar", "value": 0, "position": "-391.00;-244.00", "size": "18;281", "children": [{"name": null, "role": "AXButton", "description": "", "role_description": "button", "value": null, "position": "-391.00;-244.00", "size": "18;0", "children": []}, {"name": null, "role": "AXButton", "description": "", "role_description": "button", "value": null, "position": "-391.00;-244.00", "size": "18;0", "children": []}]}, {"name": null, "role": "AXScrollBar", "description": null, "role_description": "scroll bar", "value": 0, "position": "-391.00;-244.00", "size": "0;0", "children": []}, {"name": null, "role": "AXGroup", "description": "", "role_description": "group", "value": 0, "position": "-391.00;-244.00", "size": "0;0", "children": []}, {"name": null, "role": "AXStaticText", "description": "", "role_description": "text", "value": "", "position": "-391.00;-244.00", "size": "0;0", "children": []}, {"name": null, "role": "AXGroup", "description": null, "role_description": "group", "value": 0, "position": "-391.00;-244.00", "size": "11;726", "children": []}, {"name": null, "role": "AXTextArea", "description": "Editor", "role_description": "text entry area", "value": "@decorator(param=1)\ndef f(x):\n    \"\"\"\n    Syntax Highlighting Demo\n    @param x Parameter\n\n    Semantic highlighting:\n    Generated spectrum to pick colors for local variables and parameters:\n     Color#1 SC1.1 SC1.2 SC1.3 SC1.4 Color#2 SC2.1 SC2.2 SC2.3 SC2.4 Color#3\n     Color#3 SC3.1 SC3.2 SC3.3 SC3.4 Color#4 SC4.1 SC4.2 SC4.3 SC4.4 Color#5\n    \"\"\"\n\n    def nested_func(y):\n        print(y + 1)\n\n    s = (\"Test\", 2+3, {'a': 'b'}, f'{x!s:{\"^10\"}}')   # Comment\n    f(s[0].lower())\n    nested_func(42)\n\nclass Foo:\n    tags: List[str]\n\n    def __init__(self: Foo):\n        byte_string: bytes = b'newline:\\n also newline:\\x0a'\n        text_string = u\"Cyrillic Я is \\u042f. Oops: \\u042g\"\n        self.make_sense(whatever=1)\n    \n    def make_sense[T](self, whatever: T):\n        self.sense = whatever\n\nx = len('abc')\ntype my_int< = int\nprint(f.__doc__)", "position": "-391.00;-244.00", "size": "666;726", "children": []}]}, {"name": null, "role": "AXImage", "description": null, "role_description": "image", "value": null, "position": "-391.00;-244.00", "size": "17;6", "children": []}, {"name": null, "role": "AXStaticText", "description": "Scheme:", "role_description": "text", "value": "Scheme:", "position": "-391.00;-244.00", "size": "53;17", "children": []}, {"name": null, "role": "AXPopUpButton", "description": null, "role_description": "pop up button", "value": "Dark Theme default", "position": "-391.00;-244.00", "size": "200;34", "children": [{"name": null, "role": "AXPopUpButton", "description": null, "role_description": "pop up button", "value": null, "position": "-391.00;-244.00", "size": "0;0", "children": []}]}, {"name": null, "role": "AXTextField", "description": null, "role_description": "text field", "value": "", "position": "-391.00;-244.00", "size": "200;34", "children": []}, {"name": null, "role": "AXGroup", "description": "Action Toolbar", "role_description": "group", "value": 0, "position": "-391.00;-244.00", "size": "26;34", "children": [{"name": null, "role": "AXButton", "description": "Show Scheme Actions", "role_description": "button", "value": null, "position": "-391.00;-244.00", "size": "26;24", "children": []}]}, {"name": null, "role": "AXLink", "description": "Change IDE Theme…", "role_description": "link", "value": null, "position": "-391.00;-244.00", "size": "131;17", "children": []}, {"name": null, "role": "AXImage", "description": null, "role_description": "image", "value": null, "position": "-391.00;-244.00", "size": "16;16", "children": []}, {"name": null, "role": "AXStaticText", "description": "", "role_description": "text", "value": "", "position": "-391.00;-244.00", "size": "0;0", "children": []}, {"name": null, "role": "AXScrollArea", "description": null, "role_description": "scroll area", "value": 0, "position": "-391.00;-244.00", "size": "405;238", "children": [{"name": null, "role": "AXScrollBar", "description": null, "role_description": "scroll bar", "value": 0, "position": "-391.00;-244.00", "size": "14;236", "children": []}, {"name": null, "role": "AXScrollBar", "description": null, "role_description": "scroll bar", "value": 0, "position": "-391.00;-244.00", "size": "0;0", "children": []}, {"name": null, "role": "AXOutline", "description": "tree", "role_description": "outline", "value": 0, "position": "-391.00;-244.00", "size": "403;344", "children": [{"name": null, "role": "AXRow", "description": "Brace", "role_description": "row", "value": 0, "position": "-391.00;-244.00", "size": "42;24", "children": [{"name": null, "role": "AXStaticText", "description": "Brace", "role_description": "text", "value": 0, "position": "-391.00;-244.00", "size": "42;24", "children": []}]}, {"name": null, "role": "AXRow", "description": "Bracket", "role_description": "row", "value": 0, "position": "-391.00;-244.00", "size": "54;24", "children": [{"name": null, "role": "AXStaticText", "description": "Bracket", "role_description": "text", "value": 0, "position": "-391.00;-244.00", "size": "54;24", "children": []}]}, {"name": null, "role": "AXRow", "description": "Comma", "role_description": "row", "value": 0, "position": "-391.00;-244.00", "size": "54;24", "children": [{"name": null, "role": "AXStaticText", "description": "Comma", "role_description": "text", "value": 0, "position": "-391.00;-244.00", "size": "54;24", "children": []}]}, {"name": null, "role": "AXRow", "description": "Comment", "role_description": "row", "value": 0, "position": "-391.00;-244.00", "size": "66;24", "children": [{"name": null, "role": "AXStaticText", "description": "Comment", "role_description": "text", "value": 0, "position": "-391.00;-244.00", "size": "66;24", "children": []}]}, {"name": null, "role": "AXRow", "description": "Identifier", "role_description": "row", "value": 0, "position": "-391.00;-244.00", "size": "61;24", "children": [{"name": null, "role": "AXStaticText", "description": "Identifier", "role_description": "text", "value": 0, "position": "-391.00;-244.00", "size": "61;24", "children": []}]}, {"name": null, "role": "AXRow", "description": "Invalid char escape", "role_description": "row", "value": 0, "position": "-391.00;-244.00", "size": "125;24", "children": [{"name": null, "role": "AXStaticText", "description": "Invalid char escape", "role_description": "text", "value": 0, "position": "-391.00;-244.00", "size": "125;24", "children": []}]}, {"name": null, "role": "AXRow", "description": "Pattern", "role_description": "row", "value": 0, "position": "-391.00;-244.00", "size": "52;24", "children": [{"name": null, "role": "AXStaticText", "description": "Pattern", "role_description": "text", "value": 0, "position": "-391.00;-244.00", "size": "52;24", "children": []}]}, {"name": null, "role": "AXRow", "description": "Property key", "role_description": "row", "value": 0, "position": "-391.00;-244.00", "size": "85;24", "children": [{"name": null, "role": "AXStaticText", "description": "Property key", "role_description": "text", "value": 0, "position": "-391.00;-244.00", "size": "85;24", "children": []}]}, {"name": null, "role": "AXRow", "description": "Property value", "role_description": "row", "value": 0, "position": "-391.00;-244.00", "size": "96;24", "children": [{"name": null, "role": "AXStaticText", "description": "Property value", "role_description": "text", "value": 0, "position": "-391.00;-244.00", "size": "96;24", "children": []}]}, {"name": null, "role": "AXRow", "description": "Qualified key part", "role_description": "row", "value": 0, "position": "-391.00;-244.00", "size": "115;24", "children": [{"name": null, "role": "AXStaticText", "description": "Qualified key part", "role_description": "text", "value": 0, "position": "-391.00;-244.00", "size": "115;24", "children": []}]}, {"name": null, "role": "AXRow", "description": "Separator", "role_description": "row", "value": 0, "position": "-391.00;-244.00", "size": "67;24", "children": [{"name": null, "role": "AXStaticText", "description": "Separator", "role_description": "text", "value": 0, "position": "-391.00;-244.00", "size": "67;24", "children": []}]}, {"name": null, "role": "AXRow", "description": "Special symbol", "role_description": "row", "value": 0, "position": "-391.00;-244.00", "size": "99;24", "children": [{"name": null, "role": "AXStaticText", "description": "Special symbol", "role_description": "text", "value": 0, "position": "-391.00;-244.00", "size": "99;24", "children": []}]}, {"name": null, "role": "AXRow", "description": "Valid char escape", "role_description": "row", "value": 0, "position": "-391.00;-244.00", "size": "116;24", "children": [{"name": null, "role": "AXStaticText", "description": "Valid char escape", "role_description": "text", "value": 0, "position": "-391.00;-244.00", "size": "116;24", "children": []}]}]}]}, {"name": null, "role": "AXGroup", "description": "", "role_description": "group", "value": 0, "position": "-391.00;-244.00", "size": "40;34", "children": []}, {"name": null, "role": "AXScrollArea", "description": null, "role_description": "scroll area", "value": 0, "position": "-391.00;-244.00", "size": "679;283", "children": [{"name": null, "role": "AXScrollBar", "description": null, "role_description": "scroll bar", "value": 0, "position": "-391.00;-244.00", "size": "18;281", "children": [{"name": null, "role": "AXButton", "description": "", "role_description": "button", "value": null, "position": "-391.00;-244.00", "size": "18;0", "children": []}, {"name": null, "role": "AXButton", "description": "", "role_description": "button", "value": null, "position": "-391.00;-244.00", "size": "18;0", "children": []}]}, {"name": null, "role": "AXScrollBar", "description": null, "role_description": "scroll bar", "value": 0, "position": "-391.00;-244.00", "size": "0;0", "children": []}, {"name": null, "role": "AXGroup", "description": "", "role_description": "group", "value": 0, "position": "-391.00;-244.00", "size": "0;0", "children": []}, {"name": null, "role": "AXStaticText", "description": "", "role_description": "text", "value": "", "position": "-391.00;-244.00", "size": "0;0", "children": []}, {"name": null, "role": "AXGroup", "description": null, "role_description": "group", "value": 0, "position": "-391.00;-244.00", "size": "11;506", "children": []}, {"name": null, "role": "AXTextArea", "description": "Editor", "role_description": "text entry area", "value": "root = true\n\n# this is a comment\n\nunexpected_symbol\n\n[*.java] ; this is comment, too\nkey = value1, value2:value3\n\n# some special symbols\n[[!abcdef]?{*.kt, *.kts}]\nkey = other-value\n\n# valid escapes\n[\\#\\*\\\\]\n\n# invalid escapes\n[\\JetBrains]\ngreat = true\n\n# .NET keys\ndotnet_naming_rule.my_rule.severity = warning\n", "position": "-391.00;-244.00", "size": "666;506", "children": []}]}, {"name": null, "role": "AXImage", "description": null, "role_description": "image", "value": null, "position": "-391.00;-244.00", "size": "17;6", "children": []}, {"name": null, "role": "AXStaticText", "description": "Scheme:", "role_description": "text", "value": "Scheme:", "position": "-391.00;-244.00", "size": "53;17", "children": []}, {"name": null, "role": "AXPopUpButton", "description": null, "role_description": "pop up button", "value": "Dark Theme default", "position": "-391.00;-244.00", "size": "200;34", "children": [{"name": null, "role": "AXPopUpButton", "description": null, "role_description": "pop up button", "value": null, "position": "-391.00;-244.00", "size": "0;0", "children": []}]}, {"name": null, "role": "AXTextField", "description": null, "role_description": "text field", "value": "", "position": "-391.00;-244.00", "size": "200;34", "children": []}, {"name": null, "role": "AXGroup", "description": "Action Toolbar", "role_description": "group", "value": 0, "position": "-391.00;-244.00", "size": "26;34", "children": [{"name": null, "role": "AXButton", "description": "Show Scheme Actions", "role_description": "button", "value": null, "position": "-391.00;-244.00", "size": "26;24", "children": []}]}, {"name": null, "role": "AXLink", "description": "Change IDE Theme…", "role_description": "link", "value": null, "position": "-391.00;-244.00", "size": "131;17", "children": []}, {"name": null, "role": "AXImage", "description": null, "role_description": "image", "value": null, "position": "-391.00;-244.00", "size": "16;16", "children": []}, {"name": null, "role": "AXStaticText", "description": "", "role_description": "text", "value": "", "position": "-391.00;-244.00", "size": "0;0", "children": []}, {"name": null, "role": "AXScrollArea", "description": null, "role_description": "scroll area", "value": 0, "position": "-391.00;-244.00", "size": "405;238", "children": [{"name": null, "role": "AXScrollBar", "description": null, "role_description": "scroll bar", "value": 0, "position": "-391.00;-244.00", "size": "14;236", "children": []}, {"name": null, "role": "AXScrollBar", "description": null, "role_description": "scroll bar", "value": 0, "position": "-391.00;-244.00", "size": "0;0", "children": []}, {"name": null, "role": "AXOutline", "description": "tree", "role_description": "outline", "value": 0, "position": "-391.00;-244.00", "size": "403;392", "children": [{"name": null, "role": "AXRow", "description": "Attribute name", "role_description": "row", "value": 0, "position": "-391.00;-244.00", "size": "98;24", "children": [{"name": null, "role": "AXStaticText", "description": "Attribute name", "role_description": "text", "value": 0, "position": "-391.00;-244.00", "size": "98;24", "children": []}]}, {"name": null, "role": "AXRow", "description": "Attribute value", "role_description": "row", "value": 0, "position": "-391.00;-244.00", "size": "97;24", "children": [{"name": null, "role": "AXStaticText", "description": "Attribute value", "role_description": "text", "value": 0, "position": "-391.00;-244.00", "size": "97;24", "children": []}]}, {"name": null, "role": "AXRow", "description": "Comment", "role_description": "row", "value": 0, "position": "-391.00;-244.00", "size": "66;24", "children": [{"name": null, "role": "AXStaticText", "description": "Comment", "role_description": "text", "value": 0, "position": "-391.00;-244.00", "size": "66;24", "children": []}]}, {"name": null, "role": "AXRow", "description": "Custom Tag Name", "role_description": "row", "value": 0, "position": "-391.00;-244.00", "size": "121;24", "children": [{"name": null, "role": "AXStaticText", "description": "Custom Tag Name", "role_description": "text", "value": 0, "position": "-391.00;-244.00", "size": "121;24", "children": []}]}, {"name": null, "role": "AXRow", "description": "Entity reference", "role_description": "row", "value": 0, "position": "-391.00;-244.00", "size": "105;24", "children": [{"name": null, "role": "AXStaticText", "description": "Entity reference", "role_description": "text", "value": 0, "position": "-391.00;-244.00", "size": "105;24", "children": []}]}, {"name": null, "role": "AXRow", "description": "HTML code", "role_description": "row", "value": 0, "position": "-391.00;-244.00", "size": "78;24", "children": [{"name": null, "role": "AXStaticText", "description": "HTML code", "role_description": "text", "value": 0, "position": "-391.00;-244.00", "size": "78;24", "children": []}]}, {"name": null, "role": "AXRow", "description": "Injected Language Fragment", "role_description": "row", "value": 0, "position": "-391.00;-244.00", "size": "183;24", "children": [{"name": null, "role": "AXStaticText", "description": "Injected Language Fragment", "role_description": "text", "value": 0, "position": "-391.00;-244.00", "size": "183;24", "children": []}]}, {"name": null, "role": "AXRow", "description": "Tag", "role_description": "row", "value": 0, "position": "-391.00;-244.00", "size": "30;24", "children": [{"name": null, "role": "AXStaticText", "description": "Tag", "role_description": "text", "value": 0, "position": "-391.00;-244.00", "size": "30;24", "children": []}]}, {"name": null, "role": "AXRow", "description": "Tag name", "role_description": "row", "value": 0, "position": "-391.00;-244.00", "size": "68;24", "children": [{"name": null, "role": "AXStaticText", "description": "Tag name", "role_description": "text", "value": 0, "position": "-391.00;-244.00", "size": "68;24", "children": []}]}, {"name": null, "role": "AXRow", "description": "Tag tree (level 1)", "role_description": "row", "value": 0, "position": "-391.00;-244.00", "size": "110;24", "children": [{"name": null, "role": "AXStaticText", "description": "Tag tree (level 1)", "role_description": "text", "value": 0, "position": "-391.00;-244.00", "size": "110;24", "children": []}]}, {"name": null, "role": "AXRow", "description": "Tag tree (level 2)", "role_description": "row", "value": 0, "position": "-391.00;-244.00", "size": "112;24", "children": [{"name": null, "role": "AXStaticText", "description": "Tag tree (level 2)", "role_description": "text", "value": 0, "position": "-391.00;-244.00", "size": "112;24", "children": []}]}, {"name": null, "role": "AXRow", "description": "Tag tree (level 3)", "role_description": "row", "value": 0, "position": "-391.00;-244.00", "size": "112;24", "children": [{"name": null, "role": "AXStaticText", "description": "Tag tree (level 3)", "role_description": "text", "value": 0, "position": "-391.00;-244.00", "size": "112;24", "children": []}]}, {"name": null, "role": "AXRow", "description": "Tag tree (level 4)", "role_description": "row", "value": 0, "position": "-391.00;-244.00", "size": "112;24", "children": [{"name": null, "role": "AXStaticText", "description": "Tag tree (level 4)", "role_description": "text", "value": 0, "position": "-391.00;-244.00", "size": "112;24", "children": []}]}, {"name": null, "role": "AXRow", "description": "Tag tree (level 5)", "role_description": "row", "value": 0, "position": "-391.00;-244.00", "size": "112;24", "children": [{"name": null, "role": "AXStaticText", "description": "Tag tree (level 5)", "role_description": "text", "value": 0, "position": "-391.00;-244.00", "size": "112;24", "children": []}]}, {"name": null, "role": "AXRow", "description": "Tag tree (level 6)", "role_description": "row", "value": 0, "position": "-391.00;-244.00", "size": "112;24", "children": [{"name": null, "role": "AXStaticText", "description": "Tag tree (level 6)", "role_description": "text", "value": 0, "position": "-391.00;-244.00", "size": "112;24", "children": []}]}]}]}, {"name": null, "role": "AXGroup", "description": "", "role_description": "group", "value": 0, "position": "-391.00;-244.00", "size": "40;34", "children": []}, {"name": null, "role": "AXScrollArea", "description": null, "role_description": "scroll area", "value": 0, "position": "-391.00;-244.00", "size": "679;283", "children": [{"name": null, "role": "AXScrollBar", "description": null, "role_description": "scroll bar", "value": 0, "position": "-391.00;-244.00", "size": "18;281", "children": [{"name": null, "role": "AXButton", "description": "", "role_description": "button", "value": null, "position": "-391.00;-244.00", "size": "18;0", "children": []}, {"name": null, "role": "AXButton", "description": "", "role_description": "button", "value": null, "position": "-391.00;-244.00", "size": "18;0", "children": []}]}, {"name": null, "role": "AXScrollBar", "description": null, "role_description": "scroll bar", "value": 0, "position": "-391.00;-244.00", "size": "0;0", "children": []}, {"name": null, "role": "AXGroup", "description": "", "role_description": "group", "value": 0, "position": "-391.00;-244.00", "size": "0;0", "children": []}, {"name": null, "role": "AXStaticText", "description": "", "role_description": "text", "value": "", "position": "-391.00;-244.00", "size": "0;0", "children": []}, {"name": null, "role": "AXGroup", "description": null, "role_description": "group", "value": 0, "position": "-391.00;-244.00", "size": "11;330", "children": []}, {"name": null, "role": "AXTextArea", "description": "Editor", "role_description": "text entry area", "value": "<!DOCTYPE HTML PUBLIC \"-//W3C//DTD HTML 3.2//EN\">\n<!--\n*        Sample comment\n-->\n<HTML>\n<head>\n<title>PyCharm</title>\n</head>\n<body>\n<h1>PyCharm</h1>\n<p><br><b><IMG border=0 height=12 src=\"images/hg.gif\" width=18 >\nWhat is PyCharm? &#x00B7; &Alpha; </b><br><br>\n<custom-tag>hello</custom_tag>\n</body>\n</html>", "position": "-391.00;-244.00", "size": "666;330", "children": []}]}, {"name": null, "role": "AXImage", "description": null, "role_description": "image", "value": null, "position": "-391.00;-244.00", "size": "17;6", "children": []}, {"name": null, "role": "AXStaticText", "description": "Scheme:", "role_description": "text", "value": "Scheme:", "position": "-391.00;-244.00", "size": "53;17", "children": []}, {"name": null, "role": "AXPopUpButton", "description": null, "role_description": "pop up button", "value": "Dark Theme default", "position": "-391.00;-244.00", "size": "200;34", "children": [{"name": null, "role": "AXPopUpButton", "description": null, "role_description": "pop up button", "value": null, "position": "-391.00;-244.00", "size": "0;0", "children": []}]}, {"name": null, "role": "AXTextField", "description": null, "role_description": "text field", "value": "", "position": "-391.00;-244.00", "size": "200;34", "children": []}, {"name": null, "role": "AXGroup", "description": "Action Toolbar", "role_description": "group", "value": 0, "position": "-391.00;-244.00", "size": "26;34", "children": [{"name": null, "role": "AXButton", "description": "Show Scheme Actions", "role_description": "button", "value": null, "position": "-391.00;-244.00", "size": "26;24", "children": []}]}, {"name": null, "role": "AXLink", "description": "Change IDE Theme…", "role_description": "link", "value": null, "position": "-391.00;-244.00", "size": "131;17", "children": []}, {"name": null, "role": "AXImage", "description": null, "role_description": "image", "value": null, "position": "-391.00;-244.00", "size": "16;16", "children": []}, {"name": null, "role": "AXStaticText", "description": "", "role_description": "text", "value": "", "position": "-391.00;-244.00", "size": "0;0", "children": []}, {"name": null, "role": "AXScrollArea", "description": null, "role_description": "scroll area", "value": 0, "position": "-391.00;-244.00", "size": "405;238", "children": [{"name": null, "role": "AXScrollBar", "description": null, "role_description": "scroll bar", "value": 0, "position": "-391.00;-244.00", "size": "14;236", "children": []}, {"name": null, "role": "AXScrollBar", "description": null, "role_description": "scroll bar", "value": 0, "position": "-391.00;-244.00", "size": "0;0", "children": []}, {"name": null, "role": "AXOutline", "description": "tree", "role_description": "outline", "value": 0, "position": "-391.00;-244.00", "size": "403;368", "children": [{"name": null, "role": "AXRow", "description": "Block comment", "role_description": "row", "value": 0, "position": "-391.00;-244.00", "size": "101;24", "children": [{"name": null, "role": "AXStaticText", "description": "Block comment", "role_description": "text", "value": 0, "position": "-391.00;-244.00", "size": "101;24", "children": []}]}, {"name": null, "role": "AXRow", "description": "Braces", "role_description": "row", "value": 0, "position": "-391.00;-244.00", "size": "49;24", "children": [{"name": null, "role": "AXStaticText", "description": "Braces", "role_description": "text", "value": 0, "position": "-391.00;-244.00", "size": "49;24", "children": []}]}, {"name": null, "role": "AXRow", "description": "Brackets", "role_description": "row", "value": 0, "position": "-391.00;-244.00", "size": "61;24", "children": [{"name": null, "role": "AXStaticText", "description": "Brackets", "role_description": "text", "value": 0, "position": "-391.00;-244.00", "size": "61;24", "children": []}]}, {"name": null, "role": "AXRow", "description": "Colon", "role_description": "row", "value": 0, "position": "-391.00;-244.00", "size": "42;24", "children": [{"name": null, "role": "AXStaticText", "description": "Colon", "role_description": "text", "value": 0, "position": "-391.00;-244.00", "size": "42;24", "children": []}]}, {"name": null, "role": "AXRow", "description": "Comma", "role_description": "row", "value": 0, "position": "-391.00;-244.00", "size": "54;24", "children": [{"name": null, "role": "AXStaticText", "description": "Comma", "role_description": "text", "value": 0, "position": "-391.00;-244.00", "size": "54;24", "children": []}]}, {"name": null, "role": "AXRow", "description": "Invalid escape sequence", "role_description": "row", "value": 0, "position": "-391.00;-244.00", "size": "158;24", "children": [{"name": null, "role": "AXStaticText", "description": "Invalid escape sequence", "role_description": "text", "value": 0, "position": "-391.00;-244.00", "size": "158;24", "children": []}]}, {"name": null, "role": "AXRow", "description": "Keyword", "role_description": "row", "value": 0, "position": "-391.00;-244.00", "size": "61;24", "children": [{"name": null, "role": "AXStaticText", "description": "Keyword", "role_description": "text", "value": 0, "position": "-391.00;-244.00", "size": "61;24", "children": []}]}, {"name": null, "role": "AXRow", "description": "Line comment", "role_description": "row", "value": 0, "position": "-391.00;-244.00", "size": "93;24", "children": [{"name": null, "role": "AXStaticText", "description": "Line comment", "role_description": "text", "value": 0, "position": "-391.00;-244.00", "size": "93;24", "children": []}]}, {"name": null, "role": "AXRow", "description": "Number", "role_description": "row", "value": 0, "position": "-391.00;-244.00", "size": "56;24", "children": [{"name": null, "role": "AXStaticText", "description": "Number", "role_description": "text", "value": 0, "position": "-391.00;-244.00", "size": "56;24", "children": []}]}, {"name": null, "role": "AXRow", "description": "Parameter", "role_description": "row", "value": 0, "position": "-391.00;-244.00", "size": "70;24", "children": [{"name": null, "role": "AXStaticText", "description": "Parameter", "role_description": "text", "value": 0, "position": "-391.00;-244.00", "size": "70;24", "children": []}]}, {"name": null, "role": "AXRow", "description": "Property key", "role_description": "row", "value": 0, "position": "-391.00;-244.00", "size": "85;24", "children": [{"name": null, "role": "AXStaticText", "description": "Property key", "role_description": "text", "value": 0, "position": "-391.00;-244.00", "size": "85;24", "children": []}]}, {"name": null, "role": "AXRow", "description": "Semantic highlighting", "role_description": "row", "value": 0, "position": "-391.00;-244.00", "size": "139;24", "children": [{"name": null, "role": "AXStaticText", "description": "Semantic highlighting", "role_description": "text", "value": 0, "position": "-391.00;-244.00", "size": "139;24", "children": []}]}, {"name": null, "role": "AXRow", "description": "String", "role_description": "row", "value": 0, "position": "-391.00;-244.00", "size": "43;24", "children": [{"name": null, "role": "AXStaticText", "description": "String", "role_description": "text", "value": 0, "position": "-391.00;-244.00", "size": "43;24", "children": []}]}, {"name": null, "role": "AXRow", "description": "Valid escape sequence", "role_description": "row", "value": 0, "position": "-391.00;-244.00", "size": "148;24", "children": [{"name": null, "role": "AXStaticText", "description": "Valid escape sequence", "role_description": "text", "value": 0, "position": "-391.00;-244.00", "size": "148;24", "children": []}]}]}]}, {"name": null, "role": "AXGroup", "description": "", "role_description": "group", "value": 0, "position": "-391.00;-244.00", "size": "40;34", "children": []}, {"name": null, "role": "AXScrollArea", "description": null, "role_description": "scroll area", "value": 0, "position": "-391.00;-244.00", "size": "679;283", "children": [{"name": null, "role": "AXScrollBar", "description": null, "role_description": "scroll bar", "value": 0, "position": "-391.00;-244.00", "size": "18;281", "children": [{"name": null, "role": "AXButton", "description": "", "role_description": "button", "value": null, "position": "-391.00;-244.00", "size": "18;0", "children": []}, {"name": null, "role": "AXButton", "description": "", "role_description": "button", "value": null, "position": "-391.00;-244.00", "size": "18;0", "children": []}]}, {"name": null, "role": "AXScrollBar", "description": null, "role_description": "scroll bar", "value": 0, "position": "-391.00;-244.00", "size": "0;0", "children": []}, {"name": null, "role": "AXGroup", "description": "", "role_description": "group", "value": 0, "position": "-391.00;-244.00", "size": "0;0", "children": []}, {"name": null, "role": "AXStaticText", "description": "", "role_description": "text", "value": "", "position": "-391.00;-244.00", "size": "0;0", "children": []}, {"name": null, "role": "AXGroup", "description": null, "role_description": "group", "value": 0, "position": "-391.00;-244.00", "size": "11;330", "children": []}, {"name": null, "role": "AXTextArea", "description": "Editor", "role_description": "text entry area", "value": "{\n  // Line comments are not included in standard but nonetheless allowed.\n  /* As well as block comments. */\n  \"the only keywords are\": [true, false, null],\n  \"strings with\": {\n    \"no escapes\": \"pseudopolinomiality\"\n    \"valid escapes\": \"C-style\\r\\n and unicode\\u0021\",\n    \"illegal escapes\": \"\\0377\\x\\\"\n  },\n  \"some numbers\": [\n    42,\n    -0.0e-0,\n    6.626e-34\n  ] \n}", "position": "-391.00;-244.00", "size": "666;330", "children": []}]}, {"name": null, "role": "AXImage", "description": null, "role_description": "image", "value": null, "position": "-391.00;-244.00", "size": "17;6", "children": []}, {"name": null, "role": "AXStaticText", "description": "Scheme:", "role_description": "text", "value": "Scheme:", "position": "-391.00;-244.00", "size": "53;17", "children": []}, {"name": null, "role": "AXPopUpButton", "description": null, "role_description": "pop up button", "value": "Dark Theme default", "position": "-391.00;-244.00", "size": "200;34", "children": [{"name": null, "role": "AXPopUpButton", "description": null, "role_description": "pop up button", "value": null, "position": "-391.00;-244.00", "size": "0;0", "children": []}]}, {"name": null, "role": "AXTextField", "description": null, "role_description": "text field", "value": "", "position": "-391.00;-244.00", "size": "200;34", "children": []}, {"name": null, "role": "AXGroup", "description": "Action Toolbar", "role_description": "group", "value": 0, "position": "-391.00;-244.00", "size": "26;34", "children": [{"name": null, "role": "AXButton", "description": "Show Scheme Actions", "role_description": "button", "value": null, "position": "-391.00;-244.00", "size": "26;24", "children": []}]}, {"name": null, "role": "AXLink", "description": "Change IDE Theme…", "role_description": "link", "value": null, "position": "-391.00;-244.00", "size": "131;17", "children": []}, {"name": null, "role": "AXImage", "description": null, "role_description": "image", "value": null, "position": "-391.00;-244.00", "size": "16;16", "children": []}, {"name": null, "role": "AXStaticText", "description": "", "role_description": "text", "value": "", "position": "-391.00;-244.00", "size": "0;0", "children": []}, {"name": null, "role": "AXScrollArea", "description": null, "role_description": "scroll area", "value": 0, "position": "-391.00;-244.00", "size": "405;238", "children": [{"name": null, "role": "AXScrollBar", "description": null, "role_description": "scroll bar", "value": 0, "position": "-391.00;-244.00", "size": "14;236", "children": []}, {"name": null, "role": "AXScrollBar", "description": null, "role_description": "scroll bar", "value": 0, "position": "-391.00;-244.00", "size": "0;0", "children": []}, {"name": null, "role": "AXOutline", "description": "tree", "role_description": "outline", "value": 0, "position": "-391.00;-244.00", "size": "403;296", "children": [{"name": null, "role": "AXRow", "description": "Blockquote", "role_description": "row", "value": 0, "position": "-391.00;-244.00", "size": "76;24", "children": [{"name": null, "role": "AXStaticText", "description": "Blockquote", "role_description": "text", "value": 0, "position": "-391.00;-244.00", "size": "76;24", "children": []}]}, {"name": null, "role": "AXRow", "description": "Code", "role_description": "row", "value": 0, "position": "-391.00;-244.00", "size": "39;24", "children": [{"name": null, "role": "AXStaticText", "description": "Code", "role_description": "text", "value": 0, "position": "-391.00;-244.00", "size": "39;24", "children": []}]}, {"name": null, "role": "AXRow", "description": "Definition list", "role_description": "row", "value": 0, "position": "-391.00;-244.00", "size": "86;24", "children": [{"name": null, "role": "AXStaticText", "description": "Definition list", "role_description": "text", "value": 0, "position": "-391.00;-244.00", "size": "86;24", "children": []}]}, {"name": null, "role": "AXRow", "description": "Header", "role_description": "row", "value": 0, "position": "-391.00;-244.00", "size": "52;24", "children": [{"name": null, "role": "AXStaticText", "description": "Header", "role_description": "text", "value": 0, "position": "-391.00;-244.00", "size": "52;24", "children": []}]}, {"name": null, "role": "AXRow", "description": "Horizontal rule", "role_description": "row", "value": 0, "position": "-391.00;-244.00", "size": "96;24", "children": [{"name": null, "role": "AXStaticText", "description": "Horizontal rule", "role_description": "text", "value": 0, "position": "-391.00;-244.00", "size": "96;24", "children": []}]}, {"name": null, "role": "AXRow", "description": "HTML", "role_description": "row", "value": 0, "position": "-391.00;-244.00", "size": "43;24", "children": [{"name": null, "role": "AXStaticText", "description": "HTML", "role_description": "text", "value": 0, "position": "-391.00;-244.00", "size": "43;24", "children": []}]}, {"name": null, "role": "AXRow", "description": "Links", "role_description": "row", "value": 0, "position": "-391.00;-244.00", "size": "38;24", "children": [{"name": null, "role": "AXStaticText", "description": "Links", "role_description": "text", "value": 0, "position": "-391.00;-244.00", "size": "38;24", "children": []}]}, {"name": null, "role": "AXRow", "description": "Lists", "role_description": "row", "value": 0, "position": "-391.00;-244.00", "size": "35;24", "children": [{"name": null, "role": "AXStaticText", "description": "Lists", "role_description": "text", "value": 0, "position": "-391.00;-244.00", "size": "35;24", "children": []}]}, {"name": null, "role": "AXRow", "description": "Style", "role_description": "row", "value": 0, "position": "-391.00;-244.00", "size": "37;24", "children": [{"name": null, "role": "AXStaticText", "description": "Style", "role_description": "text", "value": 0, "position": "-391.00;-244.00", "size": "37;24", "children": []}]}, {"name": null, "role": "AXRow", "description": "Table separator", "role_description": "row", "value": 0, "position": "-391.00;-244.00", "size": "104;24", "children": [{"name": null, "role": "AXStaticText", "description": "Table separator", "role_description": "text", "value": 0, "position": "-391.00;-244.00", "size": "104;24", "children": []}]}, {"name": null, "role": "AXRow", "description": "Text", "role_description": "row", "value": 0, "position": "-391.00;-244.00", "size": "34;24", "children": [{"name": null, "role": "AXStaticText", "description": "Text", "role_description": "text", "value": 0, "position": "-391.00;-244.00", "size": "34;24", "children": []}]}]}]}, {"name": null, "role": "AXGroup", "description": "", "role_description": "group", "value": 0, "position": "-391.00;-244.00", "size": "40;34", "children": []}, {"name": null, "role": "AXScrollArea", "description": null, "role_description": "scroll area", "value": 0, "position": "-391.00;-244.00", "size": "679;283", "children": [{"name": null, "role": "AXScrollBar", "description": null, "role_description": "scroll bar", "value": 0, "position": "-391.00;-244.00", "size": "18;281", "children": [{"name": null, "role": "AXButton", "description": "", "role_description": "button", "value": null, "position": "-391.00;-244.00", "size": "18;0", "children": []}, {"name": null, "role": "AXButton", "description": "", "role_description": "button", "value": null, "position": "-391.00;-244.00", "size": "18;0", "children": []}]}, {"name": null, "role": "AXScrollBar", "description": null, "role_description": "scroll bar", "value": 0, "position": "-391.00;-244.00", "size": "0;0", "children": []}, {"name": null, "role": "AXGroup", "description": "", "role_description": "group", "value": 0, "position": "-391.00;-244.00", "size": "0;0", "children": []}, {"name": null, "role": "AXStaticText", "description": "", "role_description": "text", "value": "", "position": "-391.00;-244.00", "size": "0;0", "children": []}, {"name": null, "role": "AXGroup", "description": null, "role_description": "group", "value": 0, "position": "-391.00;-244.00", "size": "11;3740", "children": []}, {"name": null, "role": "AXTextArea", "description": "Editor", "role_description": "text entry area", "value": "Test Markdown document\n======================\n\nText\n----\n\nHere is a paragraph with bold text. **This is some bold text.** Here is a\nparagraph with bold text. __This is also some bold text.__\n\nHere is another one with italic text. *This is some italic text.* Here is\nanother one with italic text. _This is some italic text._\n\nHere is another one with struckout text. ~~This is some struckout text.~~\n\n\nLinks\n-----\n\nAutolink: <http://example.com>\n\nLink: [Example](http://example.com)\n\nReference style [link][1].\n\n[1]: http://example.com  \"Example\"\n\n\nImages\n------\n\nImage: ![My image](http://www.foo.bar/image.png)\n\nHeaders\n-------\n\n# First level title\n## Second level title\n### Third level title\n#### Fourth level title\n##### Fifth level title\n###### Sixth level title\n\n### Title with [link](http://localhost)\n### Title with !(http://localhost)\n\nCode\n----\n\n```\nThis\n  is\n    code\n      fence\n```\n\nInline `code span in a` paragraph.\n\nThis is a code block:\n\n    /**\n     * Sorts the specified array into ascending numerical order.\n     *\n     * <p>Implementation note: The sorting algorithm is a Dual-Pivot Quicksort\n     * by Vladimir Yaroslavskiy, Jon Bentley, and Joshua Bloch. This algorithm\n     * offers O(n log(n)) performance on many data sets that cause other\n     * quicksorts to degrade to quadratic performance, and is typically\n     * faster than traditional (one-pivot) Quicksort implementations.\n     *\n     * @param a the array to be sorted\n     */\n    public static void sort(byte[] a) {\n        DualPivotQuicksort.sort(a);\n    }\n\nQuotes\n------\n\n> This is the first level of quoting.\n>\n> > This is nested blockquote.\n>\n> Back to the first level.\n\n\n> A list within a blockquote:\n>\n> *\tasterisk 1\n> *\tasterisk 2\n> *\tasterisk 3\n\n\n> Formatting within a blockquote:\n>\n> ### header\n> Link: [Example](http://example.com)\n\n\n\nHtml\n-------\n\nThis is inline <span>html</html>.\nAnd this is an html block.\n\n<table>\n  <tr>\n    <th>Column 1</th>\n    <th>Column 2</th>\n  </tr>\n  <tr>\n    <td>Row 1 Cell 1</td>\n    <td>Row 1 Cell 2</td>\n  </tr>\n  <tr>\n    <td>Row 2 Cell 1</td>\n    <td>Row 2 Cell 2</td>\n  </tr>\n</table>\n\nHorizontal rules\n----------------\n\n---\n\n___\n\n\n***\n\n\nLists\n-----\n\nUnordered list:\n\n*\tasterisk 1\n*\tasterisk 2\n*\tasterisk 3\n\n\nOrdered list:\n\n1.\tFirst\n2.\tSecond\n3.\tThird\n\n\nMixed:\n\n1. First\n2. Second:\n\t* Fee\n\t* Fie\n\t* Foe\n3. Third\n\n\n\nDefinition list:\n\nSome term\n: First definition\n: Second definition\n\n\nTables:\n\n| Header 1 | Header 2 |\n| -------- | -------- |\n| Data 1   | Data 2   |", "position": "-391.00;-244.00", "size": "666;3740", "children": []}]}, {"name": null, "role": "AXImage", "description": null, "role_description": "image", "value": null, "position": "-391.00;-244.00", "size": "17;6", "children": []}, {"name": null, "role": "AXStaticText", "description": "Scheme:", "role_description": "text", "value": "Scheme:", "position": "-391.00;-244.00", "size": "53;17", "children": []}, {"name": null, "role": "AXPopUpButton", "description": null, "role_description": "pop up button", "value": "Dark Theme default", "position": "-391.00;-244.00", "size": "200;34", "children": [{"name": null, "role": "AXPopUpButton", "description": null, "role_description": "pop up button", "value": null, "position": "-391.00;-244.00", "size": "0;0", "children": []}]}, {"name": null, "role": "AXTextField", "description": null, "role_description": "text field", "value": "", "position": "-391.00;-244.00", "size": "200;34", "children": []}, {"name": null, "role": "AXGroup", "description": "Action Toolbar", "role_description": "group", "value": 0, "position": "-391.00;-244.00", "size": "26;34", "children": [{"name": null, "role": "AXButton", "description": "Show Scheme Actions", "role_description": "button", "value": null, "position": "-391.00;-244.00", "size": "26;24", "children": []}]}, {"name": null, "role": "AXLink", "description": "Change IDE Theme…", "role_description": "link", "value": null, "position": "-391.00;-244.00", "size": "131;17", "children": []}, {"name": null, "role": "AXImage", "description": null, "role_description": "image", "value": null, "position": "-391.00;-244.00", "size": "16;16", "children": []}, {"name": null, "role": "AXStaticText", "description": "", "role_description": "text", "value": "", "position": "-391.00;-244.00", "size": "0;0", "children": []}, {"name": null, "role": "AXScrollArea", "description": null, "role_description": "scroll area", "value": 0, "position": "-391.00;-244.00", "size": "405;238", "children": [{"name": null, "role": "AXOutline", "description": "tree", "role_description": "outline", "value": 0, "position": "-391.00;-244.00", "size": "403;236", "children": [{"name": null, "role": "AXRow", "description": "Comment", "role_description": "row", "value": 0, "position": "-391.00;-244.00", "size": "66;24", "children": [{"name": null, "role": "AXStaticText", "description": "Comment", "role_description": "text", "value": 0, "position": "-391.00;-244.00", "size": "66;24", "children": []}]}, {"name": null, "role": "AXRow", "description": "Invalid unicode code points", "role_description": "row", "value": 0, "position": "-391.00;-244.00", "size": "175;24", "children": [{"name": null, "role": "AXStaticText", "description": "Invalid unicode code points", "role_description": "text", "value": 0, "position": "-391.00;-244.00", "size": "175;24", "children": []}]}, {"name": null, "role": "AXRow", "description": "Key/value separator", "role_description": "row", "value": 0, "position": "-391.00;-244.00", "size": "130;24", "children": [{"name": null, "role": "AXStaticText", "description": "Key/value separator", "role_description": "text", "value": 0, "position": "-391.00;-244.00", "size": "130;24", "children": []}]}, {"name": null, "role": "AXRow", "description": "Property key", "role_description": "row", "value": 0, "position": "-391.00;-244.00", "size": "85;24", "children": [{"name": null, "role": "AXStaticText", "description": "Property key", "role_description": "text", "value": 0, "position": "-391.00;-244.00", "size": "85;24", "children": []}]}, {"name": null, "role": "AXRow", "description": "Property value", "role_description": "row", "value": 0, "position": "-391.00;-244.00", "size": "96;24", "children": [{"name": null, "role": "AXStaticText", "description": "Property value", "role_description": "text", "value": 0, "position": "-391.00;-244.00", "size": "96;24", "children": []}]}, {"name": null, "role": "AXRow", "description": "Valid string escape", "role_description": "row", "value": 0, "position": "-391.00;-244.00", "size": "124;24", "children": [{"name": null, "role": "AXStaticText", "description": "Valid string escape", "role_description": "text", "value": 0, "position": "-391.00;-244.00", "size": "124;24", "children": []}]}]}, {"name": null, "role": "AXScrollBar", "description": null, "role_description": "scroll bar", "value": 0, "position": "-391.00;-244.00", "size": "0;0", "children": []}, {"name": null, "role": "AXScrollBar", "description": null, "role_description": "scroll bar", "value": 0, "position": "-391.00;-244.00", "size": "0;0", "children": []}]}, {"name": null, "role": "AXGroup", "description": "", "role_description": "group", "value": 0, "position": "-391.00;-244.00", "size": "40;34", "children": []}, {"name": null, "role": "AXScrollArea", "description": null, "role_description": "scroll area", "value": 0, "position": "-391.00;-244.00", "size": "679;283", "children": [{"name": null, "role": "AXScrollBar", "description": null, "role_description": "scroll bar", "value": 0, "position": "-391.00;-244.00", "size": "18;281", "children": [{"name": null, "role": "AXButton", "description": "", "role_description": "button", "value": null, "position": "-391.00;-244.00", "size": "18;0", "children": []}, {"name": null, "role": "AXButton", "description": "", "role_description": "button", "value": null, "position": "-391.00;-244.00", "size": "18;0", "children": []}]}, {"name": null, "role": "AXScrollBar", "description": null, "role_description": "scroll bar", "value": 0, "position": "-391.00;-244.00", "size": "0;0", "children": []}, {"name": null, "role": "AXGroup", "description": "", "role_description": "group", "value": 0, "position": "-391.00;-244.00", "size": "0;0", "children": []}, {"name": null, "role": "AXStaticText", "description": "", "role_description": "text", "value": "", "position": "-391.00;-244.00", "size": "0;0", "children": []}, {"name": null, "role": "AXGroup", "description": null, "role_description": "group", "value": 0, "position": "-391.00;-244.00", "size": "11;281", "children": []}, {"name": null, "role": "AXTextArea", "description": "Editor", "role_description": "text entry area", "value": "# This comment starts with '#'\ngreetings=Hello\n! This comment starts with '!'\nwhat\\=to\\=greet : \\'W\\o\\rld\\',\\tUniverse\\n\\uXXXX\n", "position": "-391.00;-244.00", "size": "666;281", "children": []}]}, {"name": null, "role": "AXImage", "description": null, "role_description": "image", "value": null, "position": "-391.00;-244.00", "size": "17;6", "children": []}, {"name": null, "role": "AXStaticText", "description": "Scheme:", "role_description": "text", "value": "Scheme:", "position": "-391.00;-244.00", "size": "53;17", "children": []}, {"name": null, "role": "AXPopUpButton", "description": null, "role_description": "pop up button", "value": "Dark Theme default", "position": "-391.00;-244.00", "size": "200;34", "children": [{"name": null, "role": "AXPopUpButton", "description": null, "role_description": "pop up button", "value": null, "position": "-391.00;-244.00", "size": "0;0", "children": []}]}, {"name": null, "role": "AXTextField", "description": null, "role_description": "text field", "value": "", "position": "-391.00;-244.00", "size": "200;34", "children": []}, {"name": null, "role": "AXGroup", "description": "Action Toolbar", "role_description": "group", "value": 0, "position": "-391.00;-244.00", "size": "26;34", "children": [{"name": null, "role": "AXButton", "description": "Show Scheme Actions", "role_description": "button", "value": null, "position": "-391.00;-244.00", "size": "26;24", "children": []}]}, {"name": null, "role": "AXLink", "description": "Change IDE Theme…", "role_description": "link", "value": null, "position": "-391.00;-244.00", "size": "131;17", "children": []}, {"name": null, "role": "AXImage", "description": null, "role_description": "image", "value": null, "position": "-391.00;-244.00", "size": "16;16", "children": []}, {"name": null, "role": "AXStaticText", "description": "", "role_description": "text", "value": "", "position": "-391.00;-244.00", "size": "0;0", "children": []}, {"name": null, "role": "AXScrollArea", "description": null, "role_description": "scroll area", "value": 0, "position": "-391.00;-244.00", "size": "405;238", "children": [{"name": null, "role": "AXScrollBar", "description": null, "role_description": "scroll bar", "value": 0, "position": "-391.00;-244.00", "size": "14;236", "children": []}, {"name": null, "role": "AXScrollBar", "description": null, "role_description": "scroll bar", "value": 0, "position": "-391.00;-244.00", "size": "0;0", "children": []}, {"name": null, "role": "AXOutline", "description": "tree", "role_description": "outline", "value": 0, "position": "-391.00;-244.00", "size": "403;464", "children": [{"name": null, "role": "AXRow", "description": "Bad character", "role_description": "row", "value": 0, "position": "-391.00;-244.00", "size": "93;24", "children": [{"name": null, "role": "AXStaticText", "description": "Bad character", "role_description": "text", "value": 0, "position": "-391.00;-244.00", "size": "93;24", "children": []}]}, {"name": null, "role": "AXRow", "description": "Brace", "role_description": "row", "value": 0, "position": "-391.00;-244.00", "size": "42;24", "children": [{"name": null, "role": "AXStaticText", "description": "Brace", "role_description": "text", "value": 0, "position": "-391.00;-244.00", "size": "42;24", "children": []}]}, {"name": null, "role": "AXRow", "description": "Bracket", "role_description": "row", "value": 0, "position": "-391.00;-244.00", "size": "54;24", "children": [{"name": null, "role": "AXStaticText", "description": "Bracket", "role_description": "text", "value": 0, "position": "-391.00;-244.00", "size": "54;24", "children": []}]}, {"name": null, "role": "AXRow", "description": "Character class", "role_description": "row", "value": 0, "position": "-391.00;-244.00", "size": "102;24", "children": [{"name": null, "role": "AXStaticText", "description": "Character class", "role_description": "text", "value": 0, "position": "-391.00;-244.00", "size": "102;24", "children": []}]}, {"name": null, "role": "AXRow", "description": "Comma", "role_description": "row", "value": 0, "position": "-391.00;-244.00", "size": "54;24", "children": [{"name": null, "role": "AXStaticText", "description": "Comma", "role_description": "text", "value": 0, "position": "-391.00;-244.00", "size": "54;24", "children": []}]}, {"name": null, "role": "AXRow", "description": "Comment", "role_description": "row", "value": 0, "position": "-391.00;-244.00", "size": "66;24", "children": [{"name": null, "role": "AXStaticText", "description": "Comment", "role_description": "text", "value": 0, "position": "-391.00;-244.00", "size": "66;24", "children": []}]}, {"name": null, "role": "AXRow", "description": "Dot", "role_description": "row", "value": 0, "position": "-391.00;-244.00", "size": "28;24", "children": [{"name": null, "role": "AXStaticText", "description": "Dot", "role_description": "text", "value": 0, "position": "-391.00;-244.00", "size": "28;24", "children": []}]}, {"name": null, "role": "AXRow", "description": "Escaped character", "role_description": "row", "value": 0, "position": "-391.00;-244.00", "size": "122;24", "children": [{"name": null, "role": "AXStaticText", "description": "Escaped character", "role_description": "text", "value": 0, "position": "-391.00;-244.00", "size": "122;24", "children": []}]}, {"name": null, "role": "AXRow", "description": "Inline option", "role_description": "row", "value": 0, "position": "-391.00;-244.00", "size": "81;24", "children": [{"name": null, "role": "AXStaticText", "description": "Inline option", "role_description": "text", "value": 0, "position": "-391.00;-244.00", "size": "81;24", "children": []}]}, {"name": null, "role": "No role", "description": "", "role_description": "", "value": null, "position": "", "size": "", "children": []}, {"name": null, "role": "No role", "description": "", "role_description": "", "value": null, "position": "", "size": "", "children": []}, {"name": null, "role": "No role", "description": "", "role_description": "", "value": null, "position": "", "size": "", "children": []}, {"name": null, "role": "No role", "description": "", "role_description": "", "value": null, "position": "", "size": "", "children": []}, {"name": null, "role": "No role", "description": "", "role_description": "", "value": null, "position": "", "size": "", "children": []}, {"name": null, "role": "No role", "description": "", "role_description": "", "value": null, "position": "", "size": "", "children": []}, {"name": null, "role": "No role", "description": "", "role_description": "", "value": null, "position": "", "size": "", "children": []}, {"name": null, "role": "No role", "description": "", "role_description": "", "value": null, "position": "", "size": "", "children": []}, {"name": null, "role": "No role", "description": "", "role_description": "", "value": null, "position": "", "size": "", "children": []}]}]}, {"name": null, "role": "AXGroup", "description": "", "role_description": "group", "value": 0, "position": "-391.00;-244.00", "size": "40;34", "children": []}, {"name": null, "role": "AXScrollArea", "description": null, "role_description": "scroll area", "value": 0, "position": "-391.00;-244.00", "size": "679;283", "children": [{"name": null, "role": "AXScrollBar", "description": null, "role_description": "scroll bar", "value": 0, "position": "-391.00;-244.00", "size": "18;281", "children": [{"name": null, "role": "AXButton", "description": "", "role_description": "button", "value": null, "position": "-391.00;-244.00", "size": "18;0", "children": []}, {"name": null, "role": "AXButton", "description": "", "role_description": "button", "value": null, "position": "-391.00;-244.00", "size": "18;0", "children": []}]}, {"name": null, "role": "AXScrollBar", "description": null, "role_description": "scroll bar", "value": 0, "position": "-391.00;-244.00", "size": "0;0", "children": []}, {"name": null, "role": "AXGroup", "description": "", "role_description": "group", "value": 0, "position": "-391.00;-244.00", "size": "0;0", "children": []}, {"name": null, "role": "AXStaticText", "description": "", "role_description": "text", "value": "", "position": "-391.00;-244.00", "size": "0;0", "children": []}, {"name": null, "role": "AXGroup", "description": null, "role_description": "group", "value": 0, "position": "-391.00;-244.00", "size": "11;281", "children": []}, {"name": null, "role": "AXTextArea", "description": "Editor", "role_description": "text entry area", "value": "^[\\w\\.-]+@([\\w\\-]+|\\.)+[A-Z0-9]{2,4}(?x)\n\\x0g\\#\\p{Alpha}\\1(?#comment)\n.*\\Q...\\E$# end-of-line comment", "position": "-391.00;-244.00", "size": "666;281", "children": []}]}, {"name": null, "role": "AXImage", "description": null, "role_description": "image", "value": null, "position": "-391.00;-244.00", "size": "17;6", "children": []}, {"name": null, "role": "AXStaticText", "description": "Scheme:", "role_description": "text", "value": "Scheme:", "position": "-391.00;-244.00", "size": "53;17", "children": []}, {"name": null, "role": "AXPopUpButton", "description": null, "role_description": "pop up button", "value": "Dark Theme default", "position": "-391.00;-244.00", "size": "200;34", "children": [{"name": null, "role": "AXPopUpButton", "description": null, "role_description": "pop up button", "value": null, "position": "-391.00;-244.00", "size": "0;0", "children": []}]}, {"name": null, "role": "AXTextField", "description": null, "role_description": "text field", "value": "", "position": "-391.00;-244.00", "size": "200;34", "children": []}, {"name": null, "role": "AXGroup", "description": "Action Toolbar", "role_description": "group", "value": 0, "position": "-391.00;-244.00", "size": "26;34", "children": [{"name": null, "role": "AXButton", "description": "Show Scheme Actions", "role_description": "button", "value": null, "position": "-391.00;-244.00", "size": "26;24", "children": []}]}, {"name": null, "role": "AXLink", "description": "Change IDE Theme…", "role_description": "link", "value": null, "position": "-391.00;-244.00", "size": "131;17", "children": []}, {"name": null, "role": "AXImage", "description": null, "role_description": "image", "value": null, "position": "-391.00;-244.00", "size": "16;16", "children": []}, {"name": null, "role": "AXStaticText", "description": "", "role_description": "text", "value": "", "position": "-391.00;-244.00", "size": "0;0", "children": []}, {"name": null, "role": "AXScrollArea", "description": null, "role_description": "scroll area", "value": 0, "position": "-391.00;-244.00", "size": "405;238", "children": [{"name": null, "role": "AXScrollBar", "description": null, "role_description": "scroll bar", "value": 0, "position": "-391.00;-244.00", "size": "14;236", "children": []}, {"name": null, "role": "AXScrollBar", "description": null, "role_description": "scroll bar", "value": 0, "position": "-391.00;-244.00", "size": "0;0", "children": []}, {"name": null, "role": "AXOutline", "description": "tree", "role_description": "outline", "value": 0, "position": "-391.00;-244.00", "size": "403;272", "children": [{"name": null, "role": "AXRow", "description": "Bold text", "role_description": "row", "value": 0, "position": "-391.00;-244.00", "size": "62;24", "children": [{"name": null, "role": "AXStaticText", "description": "Bold text", "role_description": "text", "value": 0, "position": "-391.00;-244.00", "size": "62;24", "children": []}]}, {"name": null, "role": "AXRow", "description": "Comment", "role_description": "row", "value": 0, "position": "-391.00;-244.00", "size": "66;24", "children": [{"name": null, "role": "AXStaticText", "description": "Comment", "role_description": "text", "value": 0, "position": "-391.00;-244.00", "size": "66;24", "children": []}]}, {"name": null, "role": "AXRow", "description": "Explicit markup", "role_description": "row", "value": 0, "position": "-391.00;-244.00", "size": "100;24", "children": [{"name": null, "role": "AXStaticText", "description": "Explicit markup", "role_description": "text", "value": 0, "position": "-391.00;-244.00", "size": "100;24", "children": []}]}, {"name": null, "role": "AXRow", "description": "Fields", "role_description": "row", "value": 0, "position": "-391.00;-244.00", "size": "43;24", "children": [{"name": null, "role": "AXStaticText", "description": "Fields", "role_description": "text", "value": 0, "position": "-391.00;-244.00", "size": "43;24", "children": []}]}, {"name": null, "role": "AXRow", "description": "Inline literals", "role_description": "row", "value": 0, "position": "-391.00;-244.00", "size": "83;24", "children": [{"name": null, "role": "AXStaticText", "description": "Inline literals", "role_description": "text", "value": 0, "position": "-391.00;-244.00", "size": "83;24", "children": []}]}, {"name": null, "role": "AXRow", "description": "Interpreted text", "role_description": "row", "value": 0, "position": "-391.00;-244.00", "size": "103;24", "children": [{"name": null, "role": "AXStaticText", "description": "Interpreted text", "role_description": "text", "value": 0, "position": "-391.00;-244.00", "size": "103;24", "children": []}]}, {"name": null, "role": "AXRow", "description": "Italic text", "role_description": "row", "value": 0, "position": "-391.00;-244.00", "size": "63;24", "children": [{"name": null, "role": "AXStaticText", "description": "Italic text", "role_description": "text", "value": 0, "position": "-391.00;-244.00", "size": "63;24", "children": []}]}, {"name": null, "role": "AXRow", "description": "Literal and line blocks", "role_description": "row", "value": 0, "position": "-391.00;-244.00", "size": "140;24", "children": [{"name": null, "role": "AXStaticText", "description": "Literal and line blocks", "role_description": "text", "value": 0, "position": "-391.00;-244.00", "size": "140;24", "children": []}]}, {"name": null, "role": "AXRow", "description": "Reference name", "role_description": "row", "value": 0, "position": "-391.00;-244.00", "size": "107;24", "children": [{"name": null, "role": "AXStaticText", "description": "Reference name", "role_description": "text", "value": 0, "position": "-391.00;-244.00", "size": "107;24", "children": []}]}, {"name": null, "role": "AXRow", "description": "Title", "role_description": "row", "value": 0, "position": "-391.00;-244.00", "size": "33;24", "children": [{"name": null, "role": "AXStaticText", "description": "Title", "role_description": "text", "value": 0, "position": "-391.00;-244.00", "size": "33;24", "children": []}]}]}]}, {"name": null, "role": "AXGroup", "description": "", "role_description": "group", "value": 0, "position": "-391.00;-244.00", "size": "40;34", "children": []}, {"name": null, "role": "AXScrollArea", "description": null, "role_description": "scroll area", "value": 0, "position": "-391.00;-244.00", "size": "679;283", "children": [{"name": null, "role": "AXScrollBar", "description": null, "role_description": "scroll bar", "value": 0, "position": "-391.00;-244.00", "size": "18;281", "children": [{"name": null, "role": "AXButton", "description": "", "role_description": "button", "value": null, "position": "-391.00;-244.00", "size": "18;0", "children": []}, {"name": null, "role": "AXButton", "description": "", "role_description": "button", "value": null, "position": "-391.00;-244.00", "size": "18;0", "children": []}]}, {"name": null, "role": "AXScrollBar", "description": null, "role_description": "scroll bar", "value": 0, "position": "-391.00;-244.00", "size": "0;0", "children": []}, {"name": null, "role": "AXGroup", "description": "", "role_description": "group", "value": 0, "position": "-391.00;-244.00", "size": "0;0", "children": []}, {"name": null, "role": "AXStaticText", "description": "", "role_description": "text", "value": "", "position": "-391.00;-244.00", "size": "0;0", "children": []}, {"name": null, "role": "AXGroup", "description": null, "role_description": "group", "value": 0, "position": "-391.00;-244.00", "size": "11;660", "children": []}, {"name": null, "role": "AXTextArea", "description": "Editor", "role_description": "text entry area", "value": ".. comment for documentation master file\n\n===============\n Section Title\n===============\n\n.. toctree::\n   :maxdepth: 2\n\nThere is *some italics text*\nand **bold one** and ``inline literals``\n\nA link_ in citation style.\n\n.. _link: http://www.google.com\n\n.. rubric:: Footnotes\n.. [*] footnote.\n.. [REL09] Citation\n\n:ref:`builders`\n\n\n::\n\n  Whitespace, newlines, blank lines, and\n  all kinds of markup (like *this* or\n  \\this) is preserved by literal blocks.\n\nIt was literal block.", "position": "-391.00;-244.00", "size": "666;660", "children": []}]}, {"name": null, "role": "AXImage", "description": null, "role_description": "image", "value": null, "position": "-391.00;-244.00", "size": "17;6", "children": []}, {"name": null, "role": "AXStaticText", "description": "Scheme:", "role_description": "text", "value": "Scheme:", "position": "-391.00;-244.00", "size": "53;17", "children": []}, {"name": null, "role": "AXPopUpButton", "description": null, "role_description": "pop up button", "value": "Dark Theme default", "position": "-391.00;-244.00", "size": "200;34", "children": [{"name": null, "role": "AXPopUpButton", "description": null, "role_description": "pop up button", "value": null, "position": "-391.00;-244.00", "size": "0;0", "children": []}]}, {"name": null, "role": "AXTextField", "description": null, "role_description": "text field", "value": "", "position": "-391.00;-244.00", "size": "200;34", "children": []}, {"name": null, "role": "AXGroup", "description": "Action Toolbar", "role_description": "group", "value": 0, "position": "-391.00;-244.00", "size": "26;34", "children": [{"name": null, "role": "AXButton", "description": "Show Scheme Actions", "role_description": "button", "value": null, "position": "-391.00;-244.00", "size": "26;24", "children": []}]}, {"name": null, "role": "AXLink", "description": "Change IDE Theme…", "role_description": "link", "value": null, "position": "-391.00;-244.00", "size": "131;17", "children": []}, {"name": null, "role": "AXImage", "description": null, "role_description": "image", "value": null, "position": "-391.00;-244.00", "size": "16;16", "children": []}, {"name": null, "role": "AXStaticText", "description": "", "role_description": "text", "value": "", "position": "-391.00;-244.00", "size": "0;0", "children": []}, {"name": null, "role": "AXScrollArea", "description": null, "role_description": "scroll area", "value": 0, "position": "-391.00;-244.00", "size": "405;238", "children": [{"name": null, "role": "AXScrollBar", "description": null, "role_description": "scroll bar", "value": 0, "position": "-391.00;-244.00", "size": "14;236", "children": []}, {"name": null, "role": "AXScrollBar", "description": null, "role_description": "scroll bar", "value": 0, "position": "-391.00;-244.00", "size": "0;0", "children": []}, {"name": null, "role": "AXOutline", "description": "tree", "role_description": "outline", "value": 0, "position": "-391.00;-244.00", "size": "403;416", "children": [{"name": null, "role": "AXRow", "description": "Backquotes", "role_description": "row", "value": 0, "position": "-391.00;-244.00", "size": "79;24", "children": [{"name": null, "role": "AXStaticText", "description": "Backquotes", "role_description": "text", "value": 0, "position": "-391.00;-244.00", "size": "79;24", "children": []}]}, {"name": null, "role": "AXRow", "description": "Braces", "role_description": "row", "value": 0, "position": "-391.00;-244.00", "size": "49;24", "children": [{"name": null, "role": "AXStaticText", "description": "Braces", "role_description": "text", "value": 0, "position": "-391.00;-244.00", "size": "49;24", "children": []}]}, {"name": null, "role": "AXRow", "description": "Commands", "role_description": "row", "value": 0, "position": "-391.00;-244.00", "size": "76;24", "children": [{"name": null, "role": "AXStaticText", "description": "Commands", "role_description": "text", "value": 0, "position": "-391.00;-244.00", "size": "76;24", "children": []}]}, {"name": null, "role": "AXRow", "description": "Conditional operators", "role_description": "row", "value": 0, "position": "-391.00;-244.00", "size": "139;24", "children": [{"name": null, "role": "AXStaticText", "description": "Conditional operators", "role_description": "text", "value": 0, "position": "-391.00;-244.00", "size": "139;24", "children": []}]}, {"name": null, "role": "AXRow", "description": "Function declaration", "role_description": "row", "value": 0, "position": "-391.00;-244.00", "size": "132;24", "children": [{"name": null, "role": "AXStaticText", "description": "Function declaration", "role_description": "text", "value": 0, "position": "-391.00;-244.00", "size": "132;24", "children": []}]}, {"name": null, "role": "AXRow", "description": "Here documents", "role_description": "row", "value": 0, "position": "-391.00;-244.00", "size": "108;24", "children": [{"name": null, "role": "AXStaticText", "description": "Here documents", "role_description": "text", "value": 0, "position": "-391.00;-244.00", "size": "108;24", "children": []}]}, {"name": null, "role": "AXRow", "description": "Here documents end", "role_description": "row", "value": 0, "position": "-391.00;-244.00", "size": "135;24", "children": [{"name": null, "role": "AXStaticText", "description": "Here documents end", "role_description": "text", "value": 0, "position": "-391.00;-244.00", "size": "135;24", "children": []}]}, {"name": null, "role": "AXRow", "description": "Here documents start", "role_description": "row", "value": 0, "position": "-391.00;-244.00", "size": "140;24", "children": [{"name": null, "role": "AXStaticText", "description": "Here documents start", "role_description": "text", "value": 0, "position": "-391.00;-244.00", "size": "140;24", "children": []}]}, {"name": null, "role": "AXRow", "description": "Keyword", "role_description": "row", "value": 0, "position": "-391.00;-244.00", "size": "61;24", "children": [{"name": null, "role": "AXStaticText", "description": "Keyword", "role_description": "text", "value": 0, "position": "-391.00;-244.00", "size": "61;24", "children": []}]}, {"name": null, "role": "AXRow", "description": "Line comment", "role_description": "row", "value": 0, "position": "-391.00;-244.00", "size": "93;24", "children": [{"name": null, "role": "AXStaticText", "description": "Line comment", "role_description": "text", "value": 0, "position": "-391.00;-244.00", "size": "93;24", "children": []}]}, {"name": null, "role": "AXRow", "description": "Number", "role_description": "row", "value": 0, "position": "-391.00;-244.00", "size": "56;24", "children": [{"name": null, "role": "AXStaticText", "description": "Number", "role_description": "text", "value": 0, "position": "-391.00;-244.00", "size": "56;24", "children": []}]}, {"name": null, "role": "AXRow", "description": "Raw string", "role_description": "row", "value": 0, "position": "-391.00;-244.00", "size": "71;24", "children": [{"name": null, "role": "AXStaticText", "description": "Raw string", "role_description": "text", "value": 0, "position": "-391.00;-244.00", "size": "71;24", "children": []}]}, {"name": null, "role": "AXRow", "description": "Redirection", "role_description": "row", "value": 0, "position": "-391.00;-244.00", "size": "76;24", "children": [{"name": null, "role": "AXStaticText", "description": "Redirection", "role_description": "text", "value": 0, "position": "-391.00;-244.00", "size": "76;24", "children": []}]}, {"name": null, "role": "AXRow", "description": "Shebang comment", "role_description": "row", "value": 0, "position": "-391.00;-244.00", "size": "122;24", "children": [{"name": null, "role": "AXStaticText", "description": "Shebang comment", "role_description": "text", "value": 0, "position": "-391.00;-244.00", "size": "122;24", "children": []}]}, {"name": null, "role": "AXRow", "description": "String", "role_description": "row", "value": 0, "position": "-391.00;-244.00", "size": "43;24", "children": [{"name": null, "role": "AXStaticText", "description": "String", "role_description": "text", "value": 0, "position": "-391.00;-244.00", "size": "43;24", "children": []}]}, {"name": null, "role": "AXRow", "description": "Variables", "role_description": "row", "value": 0, "position": "-391.00;-244.00", "size": "63;24", "children": [{"name": null, "role": "AXStaticText", "description": "Variables", "role_description": "text", "value": 0, "position": "-391.00;-244.00", "size": "63;24", "children": []}]}]}]}, {"name": null, "role": "AXGroup", "description": "", "role_description": "group", "value": 0, "position": "-391.00;-244.00", "size": "40;34", "children": []}, {"name": null, "role": "AXScrollArea", "description": null, "role_description": "scroll area", "value": 0, "position": "-391.00;-244.00", "size": "679;283", "children": [{"name": null, "role": "AXScrollBar", "description": null, "role_description": "scroll bar", "value": 0, "position": "-391.00;-244.00", "size": "18;281", "children": [{"name": null, "role": "AXButton", "description": "", "role_description": "button", "value": null, "position": "-391.00;-244.00", "size": "18;0", "children": []}, {"name": null, "role": "AXButton", "description": "", "role_description": "button", "value": null, "position": "-391.00;-244.00", "size": "18;0", "children": []}]}, {"name": null, "role": "AXScrollBar", "description": null, "role_description": "scroll bar", "value": 0, "position": "-391.00;-244.00", "size": "0;0", "children": []}, {"name": null, "role": "AXGroup", "description": "", "role_description": "group", "value": 0, "position": "-391.00;-244.00", "size": "0;0", "children": []}, {"name": null, "role": "AXStaticText", "description": "", "role_description": "text", "value": "", "position": "-391.00;-244.00", "size": "0;0", "children": []}, {"name": null, "role": "AXGroup", "description": null, "role_description": "group", "value": 0, "position": "-391.00;-244.00", "size": "11;506", "children": []}, {"name": null, "role": "AXTextArea", "description": "Editor", "role_description": "text entry area", "value": "#!/usr/bin/env sh\n\n#Sample comment\nlet \"a=16 << 2\";\nb=\"Sample text\";\n\nfunction foo() {\n  if [ $string1 == $string2 ]; then\n    for url in `cat example.txt`; do\n      curl $url > result.html\n    done\n  fi\n}\n\nrm -f $(find / -name core) &> /dev/null\nmkdir -p \"${AGENT_USER_HOME_${PLATFORM}}\"\n\nmultiline='first line\n           second line\n           third line'\ncat << EOF\n Sample text\nEOF", "position": "-391.00;-244.00", "size": "666;506", "children": []}]}, {"name": null, "role": "AXImage", "description": null, "role_description": "image", "value": null, "position": "-391.00;-244.00", "size": "17;6", "children": []}, {"name": null, "role": "AXStaticText", "description": "Scheme:", "role_description": "text", "value": "Scheme:", "position": "-391.00;-244.00", "size": "53;17", "children": []}, {"name": null, "role": "AXPopUpButton", "description": null, "role_description": "pop up button", "value": "Dark Theme default", "position": "-391.00;-244.00", "size": "200;34", "children": [{"name": null, "role": "AXPopUpButton", "description": null, "role_description": "pop up button", "value": null, "position": "-391.00;-244.00", "size": "0;0", "children": []}]}, {"name": null, "role": "AXTextField", "description": null, "role_description": "text field", "value": "", "position": "-391.00;-244.00", "size": "200;34", "children": []}, {"name": null, "role": "AXGroup", "description": "Action Toolbar", "role_description": "group", "value": 0, "position": "-391.00;-244.00", "size": "26;34", "children": [{"name": null, "role": "AXButton", "description": "Show Scheme Actions", "role_description": "button", "value": null, "position": "-391.00;-244.00", "size": "26;24", "children": []}]}, {"name": null, "role": "AXLink", "description": "Change IDE Theme…", "role_description": "link", "value": null, "position": "-391.00;-244.00", "size": "131;17", "children": []}, {"name": null, "role": "AXImage", "description": null, "role_description": "image", "value": null, "position": "-391.00;-244.00", "size": "16;16", "children": []}, {"name": null, "role": "AXStaticText", "description": "", "role_description": "text", "value": "", "position": "-391.00;-244.00", "size": "0;0", "children": []}, {"name": null, "role": "AXScrollArea", "description": null, "role_description": "scroll area", "value": 0, "position": "-391.00;-244.00", "size": "405;238", "children": [{"name": null, "role": "AXOutline", "description": "tree", "role_description": "outline", "value": 0, "position": "-391.00;-244.00", "size": "403;236", "children": [{"name": null, "role": "AXRow", "description": "Boolean", "role_description": "row", "value": 0, "position": "-391.00;-244.00", "size": "56;24", "children": [{"name": null, "role": "AXStaticText", "description": "Boolean", "role_description": "text", "value": 0, "position": "-391.00;-244.00", "size": "56;24", "children": []}]}, {"name": null, "role": "AXRow", "description": "Comments", "role_description": "row", "value": 0, "position": "-391.00;-244.00", "size": "73;24", "children": [{"name": null, "role": "AXStaticText", "description": "Comments", "role_description": "text", "value": 0, "position": "-391.00;-244.00", "size": "73;24", "children": []}]}, {"name": null, "role": "AXRow", "description": "Date", "role_description": "row", "value": 0, "position": "-391.00;-244.00", "size": "35;24", "children": [{"name": null, "role": "AXStaticText", "description": "Date", "role_description": "text", "value": 0, "position": "-391.00;-244.00", "size": "35;24", "children": []}]}, {"name": null, "role": "AXRow", "description": "Keys", "role_description": "row", "value": 0, "position": "-391.00;-244.00", "size": "37;24", "children": [{"name": null, "role": "AXStaticText", "description": "Keys", "role_description": "text", "value": 0, "position": "-391.00;-244.00", "size": "37;24", "children": []}]}, {"name": null, "role": "AXRow", "description": "Number", "role_description": "row", "value": 0, "position": "-391.00;-244.00", "size": "56;24", "children": [{"name": null, "role": "AXStaticText", "description": "Number", "role_description": "text", "value": 0, "position": "-391.00;-244.00", "size": "56;24", "children": []}]}, {"name": null, "role": "AXRow", "description": "String", "role_description": "row", "value": 0, "position": "-391.00;-244.00", "size": "43;24", "children": [{"name": null, "role": "AXStaticText", "description": "String", "role_description": "text", "value": 0, "position": "-391.00;-244.00", "size": "43;24", "children": []}]}]}, {"name": null, "role": "AXScrollBar", "description": null, "role_description": "scroll bar", "value": 0, "position": "-391.00;-244.00", "size": "0;0", "children": []}, {"name": null, "role": "AXScrollBar", "description": null, "role_description": "scroll bar", "value": 0, "position": "-391.00;-244.00", "size": "0;0", "children": []}]}, {"name": null, "role": "AXGroup", "description": "", "role_description": "group", "value": 0, "position": "-391.00;-244.00", "size": "40;34", "children": []}, {"name": null, "role": "AXScrollArea", "description": null, "role_description": "scroll area", "value": 0, "position": "-391.00;-244.00", "size": "679;283", "children": [{"name": null, "role": "AXScrollBar", "description": null, "role_description": "scroll bar", "value": 0, "position": "-391.00;-244.00", "size": "18;281", "children": [{"name": null, "role": "AXButton", "description": "", "role_description": "button", "value": null, "position": "-391.00;-244.00", "size": "18;0", "children": []}, {"name": null, "role": "AXButton", "description": "", "role_description": "button", "value": null, "position": "-391.00;-244.00", "size": "18;0", "children": []}]}, {"name": null, "role": "AXScrollBar", "description": null, "role_description": "scroll bar", "value": 0, "position": "-391.00;-244.00", "size": "0;0", "children": []}, {"name": null, "role": "AXGroup", "description": "", "role_description": "group", "value": 0, "position": "-391.00;-244.00", "size": "0;0", "children": []}, {"name": null, "role": "AXStaticText", "description": "", "role_description": "text", "value": "", "position": "-391.00;-244.00", "size": "0;0", "children": []}, {"name": null, "role": "AXGroup", "description": null, "role_description": "group", "value": 0, "position": "-391.00;-244.00", "size": "11;726", "children": []}, {"name": null, "role": "AXTextArea", "description": "Editor", "role_description": "text entry area", "value": "# This is a TOML document.\n\ntitle = \"TOML Example\"\ndescription = \"\"\"\n    Multiline\n    description\n\"\"\"\ndate = 2019-11-04T07:32:00-08:00\n\n[database]\nserver = \"192.168.1.1\"\nports = [ 8001, 8001, 8002 ]\n\"connection_max\" = 5000\nenabled = true\n\n[servers]\nalpha = { ip = '10.0.0.1', dc = \"eqdc10\" }\nbeta = { ip = '10.0.0.2', dc = \"eqdc10\" }\n\n[clients]\ndata = [ [\"gamma\", \"delta\"], [1.0, 2.0] ]\n\nhosts = [\n  \"alpha\",\n  \"omega\",\n]\n\nvalid-escapes = \"\"\"\\tline \\\"1\\\"\n    line\\u00202\n    line 3\\U0000002E\n\"\"\"\ninvalid-escapes = \"\\a \\u20 \\U0020\"\n", "position": "-391.00;-244.00", "size": "666;726", "children": []}]}, {"name": null, "role": "AXImage", "description": null, "role_description": "image", "value": null, "position": "-391.00;-244.00", "size": "17;6", "children": []}, {"name": null, "role": "AXStaticText", "description": "Scheme:", "role_description": "text", "value": "Scheme:", "position": "-391.00;-244.00", "size": "53;17", "children": []}, {"name": null, "role": "AXPopUpButton", "description": null, "role_description": "pop up button", "value": "Dark Theme default", "position": "-391.00;-244.00", "size": "200;34", "children": [{"name": null, "role": "AXPopUpButton", "description": null, "role_description": "pop up button", "value": null, "position": "-391.00;-244.00", "size": "0;0", "children": []}]}, {"name": null, "role": "AXTextField", "description": null, "role_description": "text field", "value": "", "position": "-391.00;-244.00", "size": "200;34", "children": []}, {"name": null, "role": "AXGroup", "description": "Action Toolbar", "role_description": "group", "value": 0, "position": "-391.00;-244.00", "size": "26;34", "children": [{"name": null, "role": "AXButton", "description": "Show Scheme Actions", "role_description": "button", "value": null, "position": "-391.00;-244.00", "size": "26;24", "children": []}]}, {"name": null, "role": "AXLink", "description": "Change IDE Theme…", "role_description": "link", "value": null, "position": "-391.00;-244.00", "size": "131;17", "children": []}, {"name": null, "role": "AXImage", "description": null, "role_description": "image", "value": null, "position": "-391.00;-244.00", "size": "16;16", "children": []}, {"name": null, "role": "AXStaticText", "description": "", "role_description": "text", "value": "", "position": "-391.00;-244.00", "size": "0;0", "children": []}, {"name": null, "role": "AXScrollArea", "description": null, "role_description": "scroll area", "value": 0, "position": "-391.00;-244.00", "size": "405;238", "children": [{"name": null, "role": "AXScrollBar", "description": null, "role_description": "scroll bar", "value": 0, "position": "-391.00;-244.00", "size": "14;236", "children": []}, {"name": null, "role": "AXScrollBar", "description": null, "role_description": "scroll bar", "value": 0, "position": "-391.00;-244.00", "size": "0;0", "children": []}, {"name": null, "role": "AXOutline", "description": "tree", "role_description": "outline", "value": 0, "position": "-391.00;-244.00", "size": "403;320", "children": [{"name": null, "role": "AXRow", "description": "Attribute Name", "role_description": "row", "value": 0, "position": "-391.00;-244.00", "size": "100;24", "children": [{"name": null, "role": "AXStaticText", "description": "Attribute Name", "role_description": "text", "value": 0, "position": "-391.00;-244.00", "size": "100;24", "children": []}]}, {"name": null, "role": "AXRow", "description": "Attribute Value", "role_description": "row", "value": 0, "position": "-391.00;-244.00", "size": "99;24", "children": [{"name": null, "role": "AXStaticText", "description": "Attribute Value", "role_description": "text", "value": 0, "position": "-391.00;-244.00", "size": "99;24", "children": []}]}, {"name": null, "role": "AXRow", "description": "Comment", "role_description": "row", "value": 0, "position": "-391.00;-244.00", "size": "66;24", "children": [{"name": null, "role": "AXStaticText", "description": "Comment", "role_description": "text", "value": 0, "position": "-391.00;-244.00", "size": "66;24", "children": []}]}, {"name": null, "role": "AXRow", "description": "Custom Tag Name", "role_description": "row", "value": 0, "position": "-391.00;-244.00", "size": "121;24", "children": [{"name": null, "role": "AXStaticText", "description": "Custom Tag Name", "role_description": "text", "value": 0, "position": "-391.00;-244.00", "size": "121;24", "children": []}]}, {"name": null, "role": "AXRow", "description": "Entity Reference", "role_description": "row", "value": 0, "position": "-391.00;-244.00", "size": "108;24", "children": [{"name": null, "role": "AXStaticText", "description": "Entity Reference", "role_description": "text", "value": 0, "position": "-391.00;-244.00", "size": "108;24", "children": []}]}, {"name": null, "role": "AXRow", "description": "Injected Language Fragment", "role_description": "row", "value": 0, "position": "-391.00;-244.00", "size": "183;24", "children": [{"name": null, "role": "AXStaticText", "description": "Injected Language Fragment", "role_description": "text", "value": 0, "position": "-391.00;-244.00", "size": "183;24", "children": []}]}, {"name": null, "role": "AXRow", "description": "Matched Tag", "role_description": "row", "value": 0, "position": "-391.00;-244.00", "size": "88;24", "children": [{"name": null, "role": "AXStaticText", "description": "Matched Tag", "role_description": "text", "value": 0, "position": "-391.00;-244.00", "size": "88;24", "children": []}]}, {"name": null, "role": "AXRow", "description": "Namespace Prefix", "role_description": "row", "value": 0, "position": "-391.00;-244.00", "size": "118;24", "children": [{"name": null, "role": "AXStaticText", "description": "Namespace Prefix", "role_description": "text", "value": 0, "position": "-391.00;-244.00", "size": "118;24", "children": []}]}, {"name": null, "role": "AXRow", "description": "Prologue", "role_description": "row", "value": 0, "position": "-391.00;-244.00", "size": "61;24", "children": [{"name": null, "role": "AXStaticText", "description": "Prologue", "role_description": "text", "value": 0, "position": "-391.00;-244.00", "size": "61;24", "children": []}]}, {"name": null, "role": "AXRow", "description": "Tag", "role_description": "row", "value": 0, "position": "-391.00;-244.00", "size": "30;24", "children": [{"name": null, "role": "AXStaticText", "description": "Tag", "role_description": "text", "value": 0, "position": "-391.00;-244.00", "size": "30;24", "children": []}]}, {"name": null, "role": "AXRow", "description": "Tag Data", "role_description": "row", "value": 0, "position": "-391.00;-244.00", "size": "62;24", "children": [{"name": null, "role": "AXStaticText", "description": "Tag Data", "role_description": "text", "value": 0, "position": "-391.00;-244.00", "size": "62;24", "children": []}]}, {"name": null, "role": "AXRow", "description": "Tag Name", "role_description": "row", "value": 0, "position": "-391.00;-244.00", "size": "70;24", "children": [{"name": null, "role": "AXStaticText", "description": "Tag Name", "role_description": "text", "value": 0, "position": "-391.00;-244.00", "size": "70;24", "children": []}]}]}]}, {"name": null, "role": "AXGroup", "description": "", "role_description": "group", "value": 0, "position": "-391.00;-244.00", "size": "40;34", "children": []}, {"name": null, "role": "AXScrollArea", "description": null, "role_description": "scroll area", "value": 0, "position": "-391.00;-244.00", "size": "679;283", "children": [{"name": null, "role": "AXScrollBar", "description": null, "role_description": "scroll bar", "value": 0, "position": "-391.00;-244.00", "size": "18;281", "children": [{"name": null, "role": "AXButton", "description": "", "role_description": "button", "value": null, "position": "-391.00;-244.00", "size": "18;0", "children": []}, {"name": null, "role": "AXButton", "description": "", "role_description": "button", "value": null, "position": "-391.00;-244.00", "size": "18;0", "children": []}]}, {"name": null, "role": "AXScrollBar", "description": null, "role_description": "scroll bar", "value": 0, "position": "-391.00;-244.00", "size": "0;0", "children": []}, {"name": null, "role": "AXGroup", "description": "", "role_description": "group", "value": 0, "position": "-391.00;-244.00", "size": "0;0", "children": []}, {"name": null, "role": "AXStaticText", "description": "", "role_description": "text", "value": "", "position": "-391.00;-244.00", "size": "0;0", "children": []}, {"name": null, "role": "AXGroup", "description": null, "role_description": "group", "value": 0, "position": "-391.00;-244.00", "size": "11;440", "children": []}, {"name": null, "role": "AXTextArea", "description": "Editor", "role_description": "text entry area", "value": "<?xml version='1.0' encoding='ISO-8859-1'  ?>\n<!DOCTYPE index>\n<!-- Some xml example -->\n<index version=\"1.0\" xmlns:pf=\"http://test\">\n   <name>Main Index</name>\n   <indexitem text=\"rename\" target=\"refactoring.rename\"/>\n   <indexitem text=\"move\" target=\"refactoring.move\"/>\n   <indexitem text=\"migrate\" target=\"refactoring.migrate\"/>\n   <indexitem text=\"usage search\" target=\"find.findUsages\"/>\n   <indexitem>Matched tag name</indexitem>\n   <someTextWithEntityRefs>&amp; &#x00B7;</someTextWithEntityRefs>\n   <withCData><![CDATA[\n          <object class=\"MyClass\" key=\"constant\">\n          </object>\n        ]]>\n   </withCData>\n   <indexitem text=\"project\" target=\"project.management\"/>\n   <custom-tag>hello</custom-tag>\n   <pf:foo pf:bar=\"bar\"/>\n</index>", "position": "-391.00;-244.00", "size": "666;440", "children": []}]}, {"name": null, "role": "AXImage", "description": null, "role_description": "image", "value": null, "position": "-391.00;-244.00", "size": "17;6", "children": []}, {"name": null, "role": "AXStaticText", "description": "Scheme:", "role_description": "text", "value": "Scheme:", "position": "-391.00;-244.00", "size": "53;17", "children": []}, {"name": null, "role": "AXPopUpButton", "description": null, "role_description": "pop up button", "value": "Dark Theme default", "position": "-391.00;-244.00", "size": "200;34", "children": [{"name": null, "role": "AXPopUpButton", "description": null, "role_description": "pop up button", "value": null, "position": "-391.00;-244.00", "size": "0;0", "children": []}]}, {"name": null, "role": "AXTextField", "description": null, "role_description": "text field", "value": "", "position": "-391.00;-244.00", "size": "200;34", "children": []}, {"name": null, "role": "AXGroup", "description": "Action Toolbar", "role_description": "group", "value": 0, "position": "-391.00;-244.00", "size": "26;34", "children": [{"name": null, "role": "AXButton", "description": "Show Scheme Actions", "role_description": "button", "value": null, "position": "-391.00;-244.00", "size": "26;24", "children": []}]}, {"name": null, "role": "AXLink", "description": "Change IDE Theme…", "role_description": "link", "value": null, "position": "-391.00;-244.00", "size": "131;17", "children": []}, {"name": null, "role": "AXImage", "description": null, "role_description": "image", "value": null, "position": "-391.00;-244.00", "size": "16;16", "children": []}, {"name": null, "role": "AXStaticText", "description": "", "role_description": "text", "value": "", "position": "-391.00;-244.00", "size": "0;0", "children": []}, {"name": null, "role": "AXScrollArea", "description": null, "role_description": "scroll area", "value": 0, "position": "-391.00;-244.00", "size": "405;238", "children": [{"name": null, "role": "AXScrollBar", "description": null, "role_description": "scroll bar", "value": 0, "position": "-391.00;-244.00", "size": "14;236", "children": []}, {"name": null, "role": "AXScrollBar", "description": null, "role_description": "scroll bar", "value": 0, "position": "-391.00;-244.00", "size": "0;0", "children": []}, {"name": null, "role": "AXOutline", "description": "tree", "role_description": "outline", "value": 0, "position": "-391.00;-244.00", "size": "403;248", "children": [{"name": null, "role": "AXRow", "description": "'>' block", "role_description": "row", "value": 0, "position": "-391.00;-244.00", "size": "58;24", "children": [{"name": null, "role": "AXStaticText", "description": "'>' block", "role_description": "text", "value": 0, "position": "-391.00;-244.00", "size": "58;24", "children": []}]}, {"name": null, "role": "AXRow", "description": "'|' block", "role_description": "row", "value": 0, "position": "-391.00;-244.00", "size": "53;24", "children": [{"name": null, "role": "AXStaticText", "description": "'|' block", "role_description": "text", "value": 0, "position": "-391.00;-244.00", "size": "53;24", "children": []}]}, {"name": null, "role": "AXRow", "description": "Anchor/Alias", "role_description": "row", "value": 0, "position": "-391.00;-244.00", "size": "84;24", "children": [{"name": null, "role": "AXStaticText", "description": "Anchor/Alias", "role_description": "text", "value": 0, "position": "-391.00;-244.00", "size": "84;24", "children": []}]}, {"name": null, "role": "AXRow", "description": "Comment", "role_description": "row", "value": 0, "position": "-391.00;-244.00", "size": "66;24", "children": [{"name": null, "role": "AXStaticText", "description": "Comment", "role_description": "text", "value": 0, "position": "-391.00;-244.00", "size": "66;24", "children": []}]}, {"name": null, "role": "AXRow", "description": "Double quoted string", "role_description": "row", "value": 0, "position": "-391.00;-244.00", "size": "136;24", "children": [{"name": null, "role": "AXStaticText", "description": "Double quoted string", "role_description": "text", "value": 0, "position": "-391.00;-244.00", "size": "136;24", "children": []}]}, {"name": null, "role": "AXRow", "description": "Key", "role_description": "row", "value": 0, "position": "-391.00;-244.00", "size": "30;24", "children": [{"name": null, "role": "AXStaticText", "description": "Key", "role_description": "text", "value": 0, "position": "-391.00;-244.00", "size": "30;24", "children": []}]}, {"name": null, "role": "AXRow", "description": "Sign: brace, comma, etc", "role_description": "row", "value": 0, "position": "-391.00;-244.00", "size": "155;24", "children": [{"name": null, "role": "AXStaticText", "description": "Sign: brace, comma, etc", "role_description": "text", "value": 0, "position": "-391.00;-244.00", "size": "155;24", "children": []}]}, {"name": null, "role": "AXRow", "description": "String", "role_description": "row", "value": 0, "position": "-391.00;-244.00", "size": "43;24", "children": [{"name": null, "role": "AXStaticText", "description": "String", "role_description": "text", "value": 0, "position": "-391.00;-244.00", "size": "43;24", "children": []}]}, {"name": null, "role": "AXRow", "description": "Text", "role_description": "row", "value": 0, "position": "-391.00;-244.00", "size": "34;24", "children": [{"name": null, "role": "AXStaticText", "description": "Text", "role_description": "text", "value": 0, "position": "-391.00;-244.00", "size": "34;24", "children": []}]}]}]}, {"name": null, "role": "AXGroup", "description": "", "role_description": "group", "value": 0, "position": "-391.00;-244.00", "size": "40;34", "children": []}, {"name": null, "role": "AXScrollArea", "description": null, "role_description": "scroll area", "value": 0, "position": "-391.00;-244.00", "size": "679;283", "children": [{"name": null, "role": "AXScrollBar", "description": null, "role_description": "scroll bar", "value": 0, "position": "-391.00;-244.00", "size": "18;281", "children": [{"name": null, "role": "AXButton", "description": "", "role_description": "button", "value": null, "position": "-391.00;-244.00", "size": "18;0", "children": []}, {"name": null, "role": "AXButton", "description": "", "role_description": "button", "value": null, "position": "-391.00;-244.00", "size": "18;0", "children": []}]}, {"name": null, "role": "AXScrollBar", "description": null, "role_description": "scroll bar", "value": 0, "position": "-391.00;-244.00", "size": "0;0", "children": []}, {"name": null, "role": "AXGroup", "description": "", "role_description": "group", "value": 0, "position": "-391.00;-244.00", "size": "0;0", "children": []}, {"name": null, "role": "AXStaticText", "description": "", "role_description": "text", "value": "", "position": "-391.00;-244.00", "size": "0;0", "children": []}, {"name": null, "role": "AXGroup", "description": null, "role_description": "group", "value": 0, "position": "-391.00;-244.00", "size": "11;418", "children": []}, {"name": null, "role": "AXTextArea", "description": "Editor", "role_description": "text entry area", "value": "---\n# Read about fixtures at http://ar.rubyonrails.org/classes/Fixtures.html\nstatic_sidebar:\n  id: \"foo\"\n  name: 'side_bar'\n  staged_position: 1\n  blog_id: 1\n  config: |+\n    --- !map:HashWithIndifferentAccess\n      title: Static Sidebar\n      body: The body of a static sidebar\n  type: StaticSidebar\n  description: >\n    Sidebar configuration example\n  extensions:\n    - &params \n        auto_run: true\n        reload: true\n    - *params", "position": "-391.00;-244.00", "size": "666;418", "children": []}]}, {"name": null, "role": "AXImage", "description": null, "role_description": "image", "value": null, "position": "-391.00;-244.00", "size": "17;6", "children": []}, {"name": null, "role": "AXStaticText", "description": "Scheme:", "role_description": "text", "value": "Scheme:", "position": "-391.00;-244.00", "size": "53;17", "children": []}, {"name": null, "role": "AXPopUpButton", "description": null, "role_description": "pop up button", "value": "Dark Theme default", "position": "-391.00;-244.00", "size": "200;34", "children": [{"name": null, "role": "AXPopUpButton", "description": null, "role_description": "pop up button", "value": null, "position": "-391.00;-244.00", "size": "0;0", "children": []}]}, {"name": null, "role": "AXTextField", "description": null, "role_description": "text field", "value": "", "position": "-391.00;-244.00", "size": "200;34", "children": []}, {"name": null, "role": "AXGroup", "description": "Action Toolbar", "role_description": "group", "value": 0, "position": "-391.00;-244.00", "size": "26;34", "children": [{"name": null, "role": "AXButton", "description": "Show Scheme Actions", "role_description": "button", "value": null, "position": "-391.00;-244.00", "size": "26;24", "children": []}]}, {"name": null, "role": "AXLink", "description": "Change IDE Theme…", "role_description": "link", "value": null, "position": "-391.00;-244.00", "size": "131;17", "children": []}, {"name": null, "role": "AXImage", "description": null, "role_description": "image", "value": null, "position": "-391.00;-244.00", "size": "16;16", "children": []}, {"name": null, "role": "AXStaticText", "description": "", "role_description": "text", "value": "", "position": "-391.00;-244.00", "size": "0;0", "children": []}, {"name": null, "role": "AXScrollArea", "description": null, "role_description": "scroll area", "value": 0, "position": "-391.00;-244.00", "size": "405;238", "children": [{"name": null, "role": "AXOutline", "description": "tree", "role_description": "outline", "value": 0, "position": "-391.00;-244.00", "size": "403;236", "children": [{"name": null, "role": "AXRow", "description": "All", "role_description": "row", "value": 0, "position": "-391.00;-244.00", "size": "21;24", "children": [{"name": null, "role": "AXStaticText", "description": "All", "role_description": "text", "value": 0, "position": "-391.00;-244.00", "size": "21;24", "children": []}]}, {"name": null, "role": "AXRow", "description": "Non-Project Files", "role_description": "row", "value": 0, "position": "-391.00;-244.00", "size": "113;24", "children": [{"name": null, "role": "AXStaticText", "description": "Non-Project Files", "role_description": "text", "value": 0, "position": "-391.00;-244.00", "size": "113;24", "children": []}]}, {"name": null, "role": "AXRow", "description": "Open Files", "role_description": "row", "value": 0, "position": "-391.00;-244.00", "size": "71;24", "children": [{"name": null, "role": "AXStaticText", "description": "Open Files", "role_description": "text", "value": 0, "position": "-391.00;-244.00", "size": "71;24", "children": []}]}, {"name": null, "role": "AXRow", "description": "Project Files", "role_description": "row", "value": 0, "position": "-391.00;-244.00", "size": "82;24", "children": [{"name": null, "role": "AXStaticText", "description": "Project Files", "role_description": "text", "value": 0, "position": "-391.00;-244.00", "size": "82;24", "children": []}]}, {"name": null, "role": "AXRow", "description": "Scratches and Consoles", "role_description": "row", "value": 0, "position": "-391.00;-244.00", "size": "155;24", "children": [{"name": null, "role": "AXStaticText", "description": "Scratches and Consoles", "role_description": "text", "value": 0, "position": "-391.00;-244.00", "size": "155;24", "children": []}]}]}, {"name": null, "role": "AXScrollBar", "description": null, "role_description": "scroll bar", "value": 0, "position": "-391.00;-244.00", "size": "0;0", "children": []}, {"name": null, "role": "AXScrollBar", "description": null, "role_description": "scroll bar", "value": 0, "position": "-391.00;-244.00", "size": "0;0", "children": []}]}, {"name": null, "role": "AXButton", "description": "Manage Scopes…", "role_description": "button", "value": null, "position": "-391.00;-244.00", "size": "230;34", "children": []}, {"name": null, "role": "AXStaticText", "description": "Scheme:", "role_description": "text", "value": "Scheme:", "position": "-391.00;-244.00", "size": "53;17", "children": []}, {"name": null, "role": "AXPopUpButton", "description": null, "role_description": "pop up button", "value": "Dark Theme default", "position": "-391.00;-244.00", "size": "200;34", "children": [{"name": null, "role": "AXPopUpButton", "description": null, "role_description": "pop up button", "value": null, "position": "-391.00;-244.00", "size": "0;0", "children": []}]}, {"name": null, "role": "AXTextField", "description": null, "role_description": "text field", "value": "", "position": "-391.00;-244.00", "size": "200;34", "children": []}, {"name": null, "role": "AXGroup", "description": "Action Toolbar", "role_description": "group", "value": 0, "position": "-391.00;-244.00", "size": "26;34", "children": [{"name": null, "role": "AXButton", "description": "Show Scheme Actions", "role_description": "button", "value": null, "position": "-391.00;-244.00", "size": "26;24", "children": []}]}, {"name": null, "role": "AXLink", "description": "Change IDE Theme…", "role_description": "link", "value": null, "position": "-391.00;-244.00", "size": "131;17", "children": []}, {"name": null, "role": "AXImage", "description": null, "role_description": "image", "value": null, "position": "-391.00;-244.00", "size": "16;16", "children": []}, {"name": null, "role": "AXStaticText", "description": "", "role_description": "text", "value": "", "position": "-391.00;-244.00", "size": "0;0", "children": []}, {"name": null, "role": "AXScrollArea", "description": null, "role_description": "scroll area", "value": 0, "position": "-391.00;-244.00", "size": "405;528", "children": [{"name": null, "role": "AXOutline", "description": "tree", "role_description": "outline", "value": 0, "position": "-391.00;-244.00", "size": "403;526", "children": [{"name": null, "role": "AXRow", "description": "'Black' cell", "role_description": "row", "value": 0, "position": "-391.00;-244.00", "size": "70;24", "children": [{"name": null, "role": "AXStaticText", "description": "'Black' cell", "role_description": "text", "value": 0, "position": "-391.00;-244.00", "size": "70;24", "children": []}]}, {"name": null, "role": "AXRow", "description": "'White' cell", "role_description": "row", "value": 0, "position": "-391.00;-244.00", "size": "72;24", "children": [{"name": null, "role": "AXStaticText", "description": "'White' cell", "role_description": "text", "value": 0, "position": "-391.00;-244.00", "size": "72;24", "children": []}]}, {"name": null, "role": "AXRow", "description": "Background", "role_description": "row", "value": 0, "position": "-391.00;-244.00", "size": "80;24", "children": [{"name": null, "role": "AXStaticText", "description": "Background", "role_description": "text", "value": 0, "position": "-391.00;-244.00", "size": "80;24", "children": []}]}, {"name": null, "role": "AXRow", "description": "Grid line", "role_description": "row", "value": 0, "position": "-391.00;-244.00", "size": "57;24", "children": [{"name": null, "role": "AXStaticText", "description": "Grid line", "role_description": "text", "value": 0, "position": "-391.00;-244.00", "size": "57;24", "children": []}]}]}, {"name": null, "role": "AXScrollBar", "description": null, "role_description": "scroll bar", "value": 0, "position": "-391.00;-244.00", "size": "0;0", "children": []}, {"name": null, "role": "AXScrollBar", "description": null, "role_description": "scroll bar", "value": 0, "position": "-391.00;-244.00", "size": "0;0", "children": []}]}, {"name": null, "role": "AXStaticText", "description": "Scheme:", "role_description": "text", "value": "Scheme:", "position": "-391.00;-244.00", "size": "53;17", "children": []}, {"name": null, "role": "AXPopUpButton", "description": null, "role_description": "pop up button", "value": "Default", "position": "-391.00;-244.00", "size": "200;34", "children": [{"name": null, "role": "AXPopUpButton", "description": null, "role_description": "pop up button", "value": null, "position": "-391.00;-244.00", "size": "0;0", "children": []}]}, {"name": null, "role": "AXTextField", "description": null, "role_description": "text field", "value": "", "position": "-391.00;-244.00", "size": "200;34", "children": []}, {"name": null, "role": "AXGroup", "description": "Action Toolbar", "role_description": "group", "value": 0, "position": "-391.00;-244.00", "size": "26;34", "children": [{"name": null, "role": "AXButton", "description": "Show Scheme Actions", "role_description": "button", "value": null, "position": "-391.00;-244.00", "size": "26;24", "children": []}]}, {"name": null, "role": "AXStaticText", "description": "", "role_description": "text", "value": "", "position": "-391.00;-244.00", "size": "0;0", "children": []}, {"name": null, "role": "AXLink", "description": "Set from...", "role_description": "link", "value": null, "position": "-391.00;-244.00", "size": "0;0", "children": []}, {"name": null, "role": "AXImage", "description": "", "role_description": "image", "value": null, "position": "-391.00;-244.00", "size": "16;16", "children": []}, {"name": null, "role": "AXStaticText", "description": "", "role_description": "text", "value": "", "position": "-391.00;-244.00", "size": "0;0", "children": []}, {"name": null, "role": "AXLink", "description": "Disable", "role_description": "link", "value": null, "position": "-391.00;-244.00", "size": "47;17", "children": []}, {"name": null, "role": "AXStaticText", "description": "Loading...", "role_description": "text", "value": "Loading...", "position": "-391.00;-244.00", "size": "711;541", "children": []}, {"name": null, "role": "AXScrollArea", "description": null, "role_description": "scroll area", "value": 0, "position": "-391.00;-244.00", "size": "711;541", "children": [{"name": null, "role": "AXScrollBar", "description": null, "role_description": "scroll bar", "value": 0, "position": "-391.00;-244.00", "size": "0;0", "children": []}, {"name": null, "role": "AXScrollBar", "description": null, "role_description": "scroll bar", "value": 0, "position": "-391.00;-244.00", "size": "0;0", "children": []}, {"name": null, "role": "AXTabGroup", "description": "General", "role_description": "tab group", "value": "{\n    \"name\": null,\n    \"role\": \"No role\",\n    \"description\": \"\",\n    \"role_description\": \"\",\n    \"value\": null,\n    \"position\": \"\",\n    \"size\": \"\",\n    \"children\": []\n}", "position": "-391.00;-244.00", "size": "711;541", "children": [{"name": null, "role": "No role", "description": "", "role_description": "", "value": null, "position": "", "size": "", "children": []}, {"name": null, "role": "No role", "description": "", "role_description": "", "value": null, "position": "", "size": "", "children": []}, {"name": null, "role": "AXStaticText", "description": "Line separator:", "role_description": "text", "value": "Line separator:", "position": "-391.00;-244.00", "size": "92;17", "children": []}, {"name": null, "role": "AXPopUpButton", "description": "Line separator:", "role_description": "pop up button", "value": "System-Dependent", "position": "-391.00;-244.00", "size": "192;34", "children": [{"name": null, "role": "AXPopUpButton", "description": null, "role_description": "pop up button", "value": null, "position": "-391.00;-244.00", "size": "0;0", "children": [{"name": null, "role": "AXMenuItem", "description": null, "role_description": "menu item", "value": null, "position": "-391.00;-244.00", "size": "0;0", "children": [{"name": null, "role": "AXList", "description": "list", "role_description": "list", "value": 0, "position": "-391.00;-244.00", "size": "0;0", "children": [{"name": null, "role": "AXRow", "description": "System-Dependent", "role_description": "row", "value": 0, "position": "-391.00;-244.00", "size": "0;24", "children": [{"name": null, "role": "AXStaticText", "description": "System-Dependent", "role_description": "text", "value": 0, "position": "-391.00;-244.00", "size": "0;24", "children": []}]}, {"name": null, "role": "AXRow", "description": "Unix and macOS (\\n)", "role_description": "row", "value": 0, "position": "-391.00;-244.00", "size": "0;24", "children": [{"name": null, "role": "AXStaticText", "description": "Unix and macOS (\\n)", "role_description": "text", "value": 0, "position": "-391.00;-244.00", "size": "0;24", "children": []}]}, {"name": null, "role": "AXRow", "description": "Windows (\\r\\n)", "role_description": "row", "value": 0, "position": "-391.00;-244.00", "size": "0;24", "children": [{"name": null, "role": "AXStaticText", "description": "Windows (\\r\\n)", "role_description": "text", "value": 0, "position": "-391.00;-244.00", "size": "0;24", "children": []}]}, {"name": null, "role": "AXRow", "description": "Classic Mac OS (\\r)", "role_description": "row", "value": 0, "position": "-391.00;-244.00", "size": "0;24", "children": [{"name": null, "role": "AXStaticText", "description": "Classic Mac OS (\\r)", "role_description": "text", "value": 0, "position": "-391.00;-244.00", "size": "0;24", "children": []}]}]}, {"name": null, "role": "AXScrollBar", "description": null, "role_description": "scroll bar", "value": 0, "position": "-391.00;-244.00", "size": "0;0", "children": []}]}]}]}, {"name": null, "role": "AXTextField", "description": "text/html", "role_description": "text field", "value": "\nApplied to new files", "position": "-391.00;-244.00", "size": "112;15", "children": [{"name": null, "role": "AXTextField", "description": "text/html", "role_description": "text field", "value": null, "position": "-391.00;-244.00", "size": "0;0", "children": []}, {"name": null, "role": "AXTextField", "description": "text/html", "role_description": "text field", "value": null, "position": "-391.00;-244.00", "size": "112;15", "children": []}, {"name": null, "role": "AXTextField", "description": "text/html", "role_description": "text field", "value": null, "position": "-391.00;-244.00", "size": "0;15", "children": []}]}, {"name": null, "role": "AXStaticText", "description": "Hard wrap at:", "role_description": "text", "value": "Hard wrap at:", "position": "-391.00;-244.00", "size": "83;17", "children": []}, {"name": null, "role": "AXTextField", "description": "Hard wrap at:", "role_description": "text field", "value": "120", "position": "-391.00;-244.00", "size": "204;34", "children": []}, {"name": null, "role": "AXStaticText", "description": "columns", "role_description": "text", "value": "columns", "position": "-391.00;-244.00", "size": "51;17", "children": []}, {"name": null, "role": "AXCheckBox", "description": "Wrap on typing", "role_description": "checkbox", "value": 0, "position": "-391.00;-244.00", "size": "122;25", "children": []}, {"name": null, "role": "AXStaticText", "description": "Visual guides:", "role_description": "text", "value": "Visual guides:", "position": "-391.00;-244.00", "size": "85;17", "children": []}, {"name": null, "role": "AXTextField", "description": "Visual guides:", "role_description": "text field", "value": "", "position": "-391.00;-244.00", "size": "204;34", "children": []}, {"name": null, "role": "AXStaticText", "description": "columns", "role_description": "text", "value": "columns", "position": "-391.00;-244.00", "size": "51;17", "children": []}, {"name": null, "role": "AXTextField", "description": "text/html", "role_description": "text field", "value": "\nSpecify one guide (80) or several (80, 120)", "position": "-391.00;-244.00", "size": "242;15", "children": [{"name": null, "role": "AXTextField", "description": "text/html", "role_description": "text field", "value": null, "position": "-391.00;-244.00", "size": "0;0", "children": []}, {"name": null, "role": "AXTextField", "description": "text/html", "role_description": "text field", "value": null, "position": "-391.00;-244.00", "size": "242;15", "children": []}, {"name": null, "role": "AXTextField", "description": "text/html", "role_description": "text field", "value": null, "position": "-391.00;-244.00", "size": "0;15", "children": []}]}, {"name": null, "role": "AXCheckBox", "description": "Detect and use existing file indents for editing", "role_description": "checkbox", "value": 1, "position": "-391.00;-244.00", "size": "311;25", "children": []}, {"name": null, "role": "AXCheckBox", "description": "Enable EditorConfig support", "role_description": "checkbox", "value": 1, "position": "-391.00;-244.00", "size": "201;25", "children": []}, {"name": null, "role": "AXTextField", "description": "text/html", "role_description": "text field", "value": "\nEditorConfig may override the IDE code style settings", "position": "-391.00;-244.00", "size": "304;15", "children": [{"name": null, "role": "AXTextField", "description": "text/html", "role_description": "text field", "value": null, "position": "-391.00;-244.00", "size": "0;0", "children": []}, {"name": null, "role": "AXTextField", "description": "text/html", "role_description": "text field", "value": null, "position": "-391.00;-244.00", "size": "304;15", "children": []}, {"name": null, "role": "AXTextField", "description": "text/html", "role_description": "text field", "value": null, "position": "-391.00;-244.00", "size": "0;15", "children": []}]}]}]}, {"name": null, "role": "AXStaticText", "description": "Scheme:", "role_description": "text", "value": "Scheme:", "position": "-391.00;-244.00", "size": "53;17", "children": []}, {"name": null, "role": "AXPopUpButton", "description": null, "role_description": "pop up button", "value": "Default", "position": "-391.00;-244.00", "size": "200;34", "children": [{"name": null, "role": "AXPopUpButton", "description": null, "role_description": "pop up button", "value": null, "position": "-391.00;-244.00", "size": "0;0", "children": []}]}, {"name": null, "role": "AXTextField", "description": null, "role_description": "text field", "value": "", "position": "-391.00;-244.00", "size": "200;34", "children": []}, {"name": null, "role": "AXGroup", "description": "Action Toolbar", "role_description": "group", "value": 0, "position": "-391.00;-244.00", "size": "26;34", "children": [{"name": null, "role": "AXButton", "description": "Show Scheme Actions", "role_description": "button", "value": null, "position": "-391.00;-244.00", "size": "26;24", "children": []}]}, {"name": null, "role": "AXStaticText", "description": "", "role_description": "text", "value": "", "position": "-391.00;-244.00", "size": "0;0", "children": []}, {"name": null, "role": "AXLink", "description": "Set from...", "role_description": "link", "value": null, "position": "-391.00;-244.00", "size": "66;17", "children": []}, {"name": null, "role": "AXImage", "description": "", "role_description": "image", "value": null, "position": "-391.00;-244.00", "size": "16;16", "children": []}, {"name": null, "role": "AXStaticText", "description": "", "role_description": "text", "value": "", "position": "-391.00;-244.00", "size": "0;0", "children": []}, {"name": null, "role": "AXLink", "description": "Disable", "role_description": "link", "value": null, "position": "-391.00;-244.00", "size": "47;17", "children": []}, {"name": null, "role": "AXStaticText", "description": "Loading...", "role_description": "text", "value": "Loading...", "position": "-391.00;-244.00", "size": "711;536", "children": []}, {"name": null, "role": "AXTabGroup", "description": "Tabs and Indents", "role_description": "tab group", "value": "{\n    \"name\": null,\n    \"role\": \"No role\",\n    \"description\": \"\",\n    \"role_description\": \"\",\n    \"value\": null,\n    \"position\": \"\",\n    \"size\": \"\",\n    \"children\": []\n}", "position": "-391.00;-244.00", "size": "711;536", "children": [{"name": null, "role": "No role", "description": "", "role_description": "", "value": null, "position": "", "size": "", "children": []}, {"name": null, "role": "No role", "description": "", "role_description": "", "value": null, "position": "", "size": "", "children": []}, {"name": null, "role": "No role", "description": "", "role_description": "", "value": null, "position": "", "size": "", "children": []}, {"name": null, "role": "No role", "description": "", "role_description": "", "value": null, "position": "", "size": "", "children": []}, {"name": null, "role": "No role", "description": "", "role_description": "", "value": null, "position": "", "size": "", "children": []}, {"name": null, "role": "No role", "description": "", "role_description": "", "value": null, "position": "", "size": "", "children": []}, {"name": null, "role": "No role", "description": "", "role_description": "", "value": null, "position": "", "size": "", "children": []}, {"name": null, "role": "No role", "description": "", "role_description": "", "value": null, "position": "", "size": "", "children": []}, {"name": null, "role": "No role", "description": "", "role_description": "", "value": null, "position": "", "size": "", "children": []}, {"name": null, "role": "No role", "description": "", "role_description": "", "value": null, "position": "", "size": "", "children": []}, {"name": null, "role": "No role", "description": "", "role_description": "", "value": null, "position": "", "size": "", "children": []}, {"name": null, "role": "AXScrollArea", "description": null, "role_description": "scroll area", "value": 0, "position": "-391.00;-244.00", "size": "241;507", "children": [{"name": null, "role": "AXCheckBox", "description": "Use tab character", "role_description": "checkbox", "value": 0, "position": "-391.00;-244.00", "size": "138;25", "children": []}, {"name": null, "role": "AXCheckBox", "description": "Smart tabs", "role_description": "checkbox", "value": 0, "position": "-391.00;-244.00", "size": "95;25", "children": []}, {"name": null, "role": "AXStaticText", "description": "Tab size:", "role_description": "text", "value": "Tab size:", "position": "-391.00;-244.00", "size": "142;17", "children": []}, {"name": null, "role": "AXTextField", "description": "Tab size:", "role_description": "text field", "value": "4", "position": "-391.00;-244.00", "size": "68;34", "children": []}, {"name": null, "role": "AXStaticText", "description": "Indent:", "role_description": "text", "value": "Indent:", "position": "-391.00;-244.00", "size": "142;17", "children": []}, {"name": null, "role": "AXTextField", "description": "Indent:", "role_description": "text field", "value": "4", "position": "-391.00;-244.00", "size": "68;34", "children": []}, {"name": null, "role": "AXStaticText", "description": "Continuation indent:", "role_description": "text", "value": "Continuation indent:", "position": "-391.00;-244.00", "size": "142;17", "children": []}, {"name": null, "role": "AXTextField", "description": "Continuation indent:", "role_description": "text field", "value": "8", "position": "-391.00;-244.00", "size": "68;34", "children": []}, {"name": null, "role": "AXCheckBox", "description": "Keep indents on empty lines", "role_description": "checkbox", "value": 0, "position": "-391.00;-244.00", "size": "202;25", "children": []}, {"name": null, "role": "AXScrollBar", "description": null, "role_description": "scroll bar", "value": 0, "position": "-391.00;-244.00", "size": "0;0", "children": []}, {"name": null, "role": "AXScrollBar", "description": null, "role_description": "scroll bar", "value": 0, "position": "-391.00;-244.00", "size": "0;0", "children": []}]}, {"name": null, "role": "AXScrollArea", "description": null, "role_description": "scroll area", "value": 0, "position": "-391.00;-244.00", "size": "467;507", "children": [{"name": null, "role": "AXScrollBar", "description": null, "role_description": "scroll bar", "value": 0, "position": "-391.00;-244.00", "size": "14;507", "children": []}, {"name": null, "role": "AXScrollBar", "description": null, "role_description": "scroll bar", "value": 0, "position": "-391.00;-244.00", "size": "0;0", "children": []}, {"name": null, "role": "AXGroup", "description": "", "role_description": "group", "value": 0, "position": "-391.00;-244.00", "size": "0;0", "children": []}, {"name": null, "role": "AXStaticText", "description": "", "role_description": "text", "value": "", "position": "-391.00;-244.00", "size": "0;0", "children": []}, {"name": null, "role": "AXGroup", "description": null, "role_description": "group", "value": 0, "position": "-391.00;-244.00", "size": "0;507", "children": []}, {"name": null, "role": "AXTextArea", "description": "Editor", "role_description": "text entry area", "value": "def foo():\n    print('bar')\n\n\ndef long_function_name(\n        var_one, var_two, var_three,\n        var_four):\n    print(var_one)\n", "position": "-391.00;-244.00", "size": "467;507", "children": []}]}]}, {"name": null, "role": "AXStaticText", "description": "Scheme:", "role_description": "text", "value": "Scheme:", "position": "-391.00;-244.00", "size": "53;17", "children": []}, {"name": null, "role": "AXPopUpButton", "description": null, "role_description": "pop up button", "value": "Default", "position": "-391.00;-244.00", "size": "200;34", "children": [{"name": null, "role": "AXPopUpButton", "description": null, "role_description": "pop up button", "value": null, "position": "-391.00;-244.00", "size": "0;0", "children": []}]}, {"name": null, "role": "AXTextField", "description": null, "role_description": "text field", "value": "", "position": "-391.00;-244.00", "size": "200;34", "children": []}, {"name": null, "role": "AXGroup", "description": "Action Toolbar", "role_description": "group", "value": 0, "position": "-391.00;-244.00", "size": "26;34", "children": [{"name": null, "role": "AXButton", "description": "Show Scheme Actions", "role_description": "button", "value": null, "position": "-391.00;-244.00", "size": "26;24", "children": []}]}, {"name": null, "role": "AXStaticText", "description": "", "role_description": "text", "value": "", "position": "-391.00;-244.00", "size": "0;0", "children": []}, {"name": null, "role": "AXLink", "description": "Set from...", "role_description": "link", "value": null, "position": "-391.00;-244.00", "size": "66;17", "children": []}, {"name": null, "role": "AXImage", "description": "", "role_description": "image", "value": null, "position": "-391.00;-244.00", "size": "16;16", "children": []}, {"name": null, "role": "AXStaticText", "description": "", "role_description": "text", "value": "", "position": "-391.00;-244.00", "size": "0;0", "children": []}, {"name": null, "role": "AXLink", "description": "Disable", "role_description": "link", "value": null, "position": "-391.00;-244.00", "size": "47;17", "children": []}, {"name": null, "role": "AXStaticText", "description": "Loading...", "role_description": "text", "value": "Loading...", "position": "-391.00;-244.00", "size": "711;536", "children": []}, {"name": null, "role": "AXTabGroup", "description": "Spaces", "role_description": "tab group", "value": "{\n    \"name\": null,\n    \"role\": \"No role\",\n    \"description\": \"\",\n    \"role_description\": \"\",\n    \"value\": null,\n    \"position\": \"\",\n    \"size\": \"\",\n    \"children\": []\n}", "position": "-391.00;-244.00", "size": "711;536", "children": [{"name": null, "role": "No role", "description": "", "role_description": "", "value": null, "position": "", "size": "", "children": []}, {"name": null, "role": "No role", "description": "", "role_description": "", "value": null, "position": "", "size": "", "children": []}, {"name": null, "role": "No role", "description": "", "role_description": "", "value": null, "position": "", "size": "", "children": []}, {"name": null, "role": "No role", "description": "", "role_description": "", "value": null, "position": "", "size": "", "children": []}, {"name": null, "role": "No role", "description": "", "role_description": "", "value": null, "position": "", "size": "", "children": []}, {"name": null, "role": "No role", "description": "", "role_description": "", "value": null, "position": "", "size": "", "children": []}, {"name": null, "role": "No role", "description": "", "role_description": "", "value": null, "position": "", "size": "", "children": []}, {"name": null, "role": "AXScrollArea", "description": null, "role_description": "scroll area", "value": 0, "position": "-391.00;-244.00", "size": "186;507", "children": [{"name": null, "role": "AXOutline", "description": "tree", "role_description": "outline", "value": 0, "position": "-391.00;-244.00", "size": "186;507", "children": [{"name": null, "role": "AXRow", "description": null, "role_description": "row", "value": 0, "position": "-391.00;-244.00", "size": "118;24", "children": [{"name": null, "role": "AXCheckBox", "description": "", "role_description": "checkbox", "value": 0, "position": "-391.00;-244.00", "size": "24;24", "children": []}, {"name": null, "role": "AXStaticText", "description": "After ':'", "role_description": "text", "value": "After ':'", "position": "-391.00;-244.00", "size": "86;21", "children": []}]}, {"name": null, "role": "AXRow", "description": null, "role_description": "row", "value": 0, "position": "-391.00;-244.00", "size": "138;24", "children": [{"name": null, "role": "AXCheckBox", "description": "", "role_description": "checkbox", "value": 1, "position": "-391.00;-244.00", "size": "24;24", "children": []}, {"name": null, "role": "AXStaticText", "description": "Around separator", "role_description": "text", "value": "Around separator", "position": "-391.00;-244.00", "size": "86;21", "children": []}]}, {"name": null, "role": "AXRow", "description": null, "role_description": "row", "value": 0, "position": "-391.00;-244.00", "size": "84;24", "children": [{"name": null, "role": "AXCheckBox", "description": "", "role_description": "checkbox", "value": 0, "position": "-391.00;-244.00", "size": "24;24", "children": []}, {"name": null, "role": "AXStaticText", "description": "Before ':'", "role_description": "text", "value": "Before ':'", "position": "-391.00;-244.00", "size": "86;21", "children": []}]}, {"name": null, "role": "AXRow", "description": null, "role_description": "row", "value": 0, "position": "-391.00;-244.00", "size": "74;24", "children": [{"name": null, "role": "AXCheckBox", "description": "", "role_description": "checkbox", "value": 0, "position": "-391.00;-244.00", "size": "24;24", "children": []}, {"name": null, "role": "AXStaticText", "description": "After ':'", "role_description": "text", "value": "After ':'", "position": "-391.00;-244.00", "size": "86;21", "children": []}]}, {"name": null, "role": "AXRow", "description": null, "role_description": "row", "value": 0, "position": "-391.00;-244.00", "size": "42;24", "children": [{"name": null, "role": "AXCheckBox", "description": "", "role_description": "checkbox", "value": 1, "position": "-391.00;-244.00", "size": "24;24", "children": []}, {"name": null, "role": "AXStaticText", "description": "After comma", "role_description": "text", "value": "After comma", "position": "-391.00;-244.00", "size": "86;21", "children": []}]}, {"name": null, "role": "AXRow", "description": null, "role_description": "row", "value": 0, "position": "-391.00;-244.00", "size": "120;24", "children": [{"name": null, "role": "AXCheckBox", "description": "", "role_description": "checkbox", "value": 0, "position": "-391.00;-244.00", "size": "24;24", "children": []}, {"name": null, "role": "AXStaticText", "description": "Before comma", "role_description": "text", "value": "Before comma", "position": "-391.00;-244.00", "size": "86;21", "children": []}]}, {"name": null, "role": "AXRow", "description": null, "role_description": "row", "value": 0, "position": "-391.00;-244.00", "size": "110;24", "children": [{"name": null, "role": "AXCheckBox", "description": "", "role_description": "checkbox", "value": 1, "position": "-391.00;-244.00", "size": "24;24", "children": []}, {"name": null, "role": "AXStaticText", "description": "After comma", "role_description": "text", "value": "After comma", "position": "-391.00;-244.00", "size": "86;21", "children": []}]}]}, {"name": null, "role": "AXScrollBar", "description": null, "role_description": "scroll bar", "value": 0, "position": "-391.00;-244.00", "size": "0;0", "children": []}, {"name": null, "role": "AXScrollBar", "description": null, "role_description": "scroll bar", "value": 0, "position": "-391.00;-244.00", "size": "0;0", "children": []}]}, {"name": null, "role": "AXScrollArea", "description": null, "role_description": "scroll area", "value": 0, "position": "-391.00;-244.00", "size": "522;507", "children": [{"name": null, "role": "AXScrollBar", "description": null, "role_description": "scroll bar", "value": 0, "position": "-391.00;-244.00", "size": "14;507", "children": []}, {"name": null, "role": "AXScrollBar", "description": null, "role_description": "scroll bar", "value": 0, "position": "-391.00;-244.00", "size": "0;0", "children": []}, {"name": null, "role": "AXGroup", "description": "", "role_description": "group", "value": 0, "position": "-391.00;-244.00", "size": "0;0", "children": []}, {"name": null, "role": "AXStaticText", "description": "", "role_description": "text", "value": "", "position": "-391.00;-244.00", "size": "0;0", "children": []}, {"name": null, "role": "AXGroup", "description": null, "role_description": "group", "value": 0, "position": "-391.00;-244.00", "size": "0;507", "children": []}, {"name": null, "role": "AXTextArea", "description": "Editor", "role_description": "text entry area", "value": "root = true\n\n[foo]\ncharset = utf-8\nkey = value1, value2, value3\nkey2 = value4:value5\n; another comment\n", "position": "-391.00;-244.00", "size": "522;507", "children": []}]}]}, {"name": null, "role": "AXStaticText", "description": "Scheme:", "role_description": "text", "value": "Scheme:", "position": "-391.00;-244.00", "size": "53;17", "children": []}, {"name": null, "role": "AXPopUpButton", "description": null, "role_description": "pop up button", "value": "Default", "position": "-391.00;-244.00", "size": "200;34", "children": [{"name": null, "role": "AXPopUpButton", "description": null, "role_description": "pop up button", "value": null, "position": "-391.00;-244.00", "size": "0;0", "children": []}]}, {"name": null, "role": "AXTextField", "description": null, "role_description": "text field", "value": "", "position": "-391.00;-244.00", "size": "200;34", "children": []}, {"name": null, "role": "AXGroup", "description": "Action Toolbar", "role_description": "group", "value": 0, "position": "-391.00;-244.00", "size": "26;34", "children": [{"name": null, "role": "AXButton", "description": "Show Scheme Actions", "role_description": "button", "value": null, "position": "-391.00;-244.00", "size": "26;24", "children": []}]}, {"name": null, "role": "AXStaticText", "description": "", "role_description": "text", "value": "", "position": "-391.00;-244.00", "size": "0;0", "children": []}, {"name": null, "role": "AXLink", "description": "Set from...", "role_description": "link", "value": null, "position": "-391.00;-244.00", "size": "66;17", "children": []}, {"name": null, "role": "AXImage", "description": "", "role_description": "image", "value": null, "position": "-391.00;-244.00", "size": "16;16", "children": []}, {"name": null, "role": "AXStaticText", "description": "", "role_description": "text", "value": "", "position": "-391.00;-244.00", "size": "0;0", "children": []}, {"name": null, "role": "AXLink", "description": "Disable", "role_description": "link", "value": null, "position": "-391.00;-244.00", "size": "47;17", "children": []}, {"name": null, "role": "AXStaticText", "description": "Loading...", "role_description": "text", "value": "Loading...", "position": "-391.00;-244.00", "size": "711;536", "children": []}, {"name": null, "role": "AXTabGroup", "description": "Tabs and Indents", "role_description": "tab group", "value": "{\n    \"name\": null,\n    \"role\": \"No role\",\n    \"description\": \"\",\n    \"role_description\": \"\",\n    \"value\": null,\n    \"position\": \"\",\n    \"size\": \"\",\n    \"children\": []\n}", "position": "-391.00;-244.00", "size": "711;536", "children": [{"name": null, "role": "No role", "description": "", "role_description": "", "value": null, "position": "", "size": "", "children": []}, {"name": null, "role": "No role", "description": "", "role_description": "", "value": null, "position": "", "size": "", "children": []}, {"name": null, "role": "No role", "description": "", "role_description": "", "value": null, "position": "", "size": "", "children": []}, {"name": null, "role": "No role", "description": "", "role_description": "", "value": null, "position": "", "size": "", "children": []}, {"name": null, "role": "No role", "description": "", "role_description": "", "value": null, "position": "", "size": "", "children": []}, {"name": null, "role": "No role", "description": "", "role_description": "", "value": null, "position": "", "size": "", "children": []}, {"name": null, "role": "No role", "description": "", "role_description": "", "value": null, "position": "", "size": "", "children": []}, {"name": null, "role": "No role", "description": "", "role_description": "", "value": null, "position": "", "size": "", "children": []}, {"name": null, "role": "No role", "description": "", "role_description": "", "value": null, "position": "", "size": "", "children": []}, {"name": null, "role": "AXScrollArea", "description": null, "role_description": "scroll area", "value": 0, "position": "-391.00;-244.00", "size": "384;507", "children": [{"name": null, "role": "AXCheckBox", "description": "Use tab character", "role_description": "checkbox", "value": 0, "position": "-391.00;-244.00", "size": "138;25", "children": []}, {"name": null, "role": "AXCheckBox", "description": "Smart tabs", "role_description": "checkbox", "value": 0, "position": "-391.00;-244.00", "size": "95;25", "children": []}, {"name": null, "role": "AXStaticText", "description": "Tab size:", "role_description": "text", "value": "Tab size:", "position": "-391.00;-244.00", "size": "213;17", "children": []}, {"name": null, "role": "AXTextField", "description": "Tab size:", "role_description": "text field", "value": "4", "position": "-391.00;-244.00", "size": "140;34", "children": []}, {"name": null, "role": "AXStaticText", "description": "Indent:", "role_description": "text", "value": "Indent:", "position": "-391.00;-244.00", "size": "213;17", "children": []}, {"name": null, "role": "AXTextField", "description": "Indent:", "role_description": "text field", "value": "4", "position": "-391.00;-244.00", "size": "140;34", "children": []}, {"name": null, "role": "AXStaticText", "description": "Continuation indent:", "role_description": "text", "value": "Continuation indent:", "position": "-391.00;-244.00", "size": "213;17", "children": []}, {"name": null, "role": "AXTextField", "description": "Continuation indent:", "role_description": "text field", "value": "8", "position": "-391.00;-244.00", "size": "140;34", "children": []}, {"name": null, "role": "AXCheckBox", "description": "Keep indents on empty lines", "role_description": "checkbox", "value": 0, "position": "-391.00;-244.00", "size": "202;25", "children": []}, {"name": null, "role": "AXCheckBox", "description": "Use HTML indents within <style> and <script> tags", "role_description": "checkbox", "value": 0, "position": "-391.00;-244.00", "size": "345;25", "children": []}, {"name": null, "role": "AXScrollBar", "description": null, "role_description": "scroll bar", "value": 0, "position": "-391.00;-244.00", "size": "0;0", "children": []}, {"name": null, "role": "AXScrollBar", "description": null, "role_description": "scroll bar", "value": 0, "position": "-391.00;-244.00", "size": "0;0", "children": []}]}, {"name": null, "role": "AXScrollArea", "description": null, "role_description": "scroll area", "value": 0, "position": "-391.00;-244.00", "size": "324;507", "children": [{"name": null, "role": "AXScrollBar", "description": null, "role_description": "scroll bar", "value": 0, "position": "-391.00;-244.00", "size": "14;507", "children": []}, {"name": null, "role": "AXScrollBar", "description": null, "role_description": "scroll bar", "value": 0, "position": "-391.00;-244.00", "size": "310;14", "children": []}, {"name": null, "role": "AXGroup", "description": "", "role_description": "group", "value": 0, "position": "-391.00;-244.00", "size": "0;0", "children": []}, {"name": null, "role": "AXStaticText", "description": "", "role_description": "text", "value": "", "position": "-391.00;-244.00", "size": "0;0", "children": []}, {"name": null, "role": "AXGroup", "description": null, "role_description": "group", "value": 0, "position": "-391.00;-244.00", "size": "0;3322", "children": []}, {"name": null, "role": "AXTextArea", "description": "Editor", "role_description": "text entry area", "value": "<!DOCTYPE html>\n<html lang=\"en\">\n<head>\n    <title>WebStorm: The Smartest JavaScript IDE by JetBrains</title>\n    <meta charset=\"utf-8\">\n    <meta http-equiv=\"x-ua-compatible\"\n          content=\"IE=edge\">\n    <meta\n            name=\"viewport\"\n            content=\"width=device-width, maximum-scale=1\">\n    <link href=\"/favicon-32x32.png\" rel=\"icon\" sizes=\"32x32\" type=\"image/png\">\n    <link rel=\"canonical\" href=\"https://www.jetbrains.com/webstorm/\"/>        <!-- .117-->\n    <meta class=\"local\"\n          content=\"A powerful IDE for modern JavaScript development with code completion and refactoring for JavaScript, TypeScript, and the most popular web frameworks.\"\n          name=\"description\">\n    <script>\n        \n            var current_lang = 'en-us';\n                                                    var i18n_info = {\"current_lang\": \"en-us\", \"languages\": [{\n                                                    \"code\": \"en-us\", \"label\": \"English\"}, {\n                                                    \"code\": \"de-de\", \"label\": \"Deutsch\"}]};\n            var english_only_url_p\n                 </script>\n            <link href=\"/_assets/common.c3adb5a646375587a942.css\" rel=\"stylesheet\" type=\"\n    text/css\"\n        >\n  <style>\n    .page__beam._beam-1{-webkit-transform:translate(-40px,-700px);transform:translate(-40px,-700px)}.page__beam._beam-1 svg{position:absolute;left:50%;width:1244px;height:1250p\n    argin-le\n22px}\n  </style>\n    </head>\n\n<body class=\"nojs  \">\n<div class=\"\n    page\">\n                <div\n        class=\"page__header\">\n                <header class=\"menu-main\n                header\" id=\"js-menu-main\">\n<div class=\"wt-container\">\n<div class=\"wt-row w\n                    -row_nowrap wt-row_size_s wt-r\n                        w_align-items_center\">\n<div class=\"wt-col-aut\n                    -fill\">\n<a class=\"menu-main__logo-link\" href=\"/\"></a>\n</div>\n<div class=\"wt-co\n                         -inline wt-display-md-none men\n                    -main-skeleton-text-1\" style=\"min-width: 69px\"></div>\n<div class=\"wt-co\n                         -inline wt-display-md-none men\n                    -main-skeleton-text-1\" style=\"min-width: 81px\"></div>\n<div class=\"wt-co\n                         -inline wt-display-md-none men\n                    -main-skeleton-text-1\" style=\"min-width: 46px\"></div>\n<div\n                    class=\"wt-col-inline menu-main-skeleton-button\"></div>\n<div\n                class=\"\n            wt-col\n        inline me\n\n\n        n-skeleton-button\"></div>\n</div>\n</div>\n</header>\n\n\n\n  <div class=\"menu-second \" id=\"\n                js-menu-second\">\n\n    <div class=\"wt-container\">\n        <div id=\"\n                    js-menu-second-mobile-wrapper\" class=\"\n                        wt-display-none\">\n            <div id=\"js-menu-second-mobile\">\n                <div class=\"\n                            menu-second-mobile wt-row wt-row_size_m wt-row_align-items_center wt-row_justify_between \">\n                    <div class=\"wt-col-inline menu-second-skeleton-text-2\" style=\"max-width: 120px\"></div>\n                    <div\n                class=\"wt-col-inline m\n\n                -skeleton-button\" style=\"max-width: 80px\"></div>\n                </div>\n            </div>\n        </div>\n\n        <div id=\"js-menu\n                    op\" class=\"menu-second-desktop\n                               wt-row wt-row_size_0 wt-r\n                           r\">\n            <div class=\"wt-col-auto-fill\">\n                <a class=\"menu-second-title-box\"\n                   href=\"/webstorm/\">\n                                            <span class=\"menu-second-title-box__logo  jetbrains-l\n                                    go\">\n                            <svg class=\"_webstorm sprite-img\" xmlns:xlink=\"\n\n                            http://www.w3.org/1999/xlink\"><use xlink:href=\"#webstorm\"></use></svg>\n                        </span>\n\n                    <span class=\"\n\n                    menu-second-title-box__title wt-h3  \">WebStorm</span>\n                </a>\n            </div>\n\n                                                        <\n                    a href=\"\n                    /webstorm/whatsnew/\"\n                       class=\"wt-col-inline wt-text-2  wt-text-2_hardness_average menu-second__link\">\n                        What&#39;s New\n                                            </a>\n<a href=\"/webstorm/features/\"\n                       class=\"wt-col-inline wt-text-2  wt-text-2_hardness_average menu-second__link\">\n                        Features\n                                            </a>\n                                                        <a href=\"/webstorm/social/\"\n                       class=\"wt-col-inline wt-text-2  wt-text-2_hardness_average menu-second__link\">\n                        Blog &amp; Social\n                                            </a>\n                                                        <a href=\"/webstorm/buy/\"\n                       class=\"wt-col-inline wt-text-2  wt-text-2_hardness_average menu-second__link\">\n                        Buy\n                                            </a>\n                            <a href=\"\n\n\n            /webs\n        orm/download/\"\n                   class=\"wt-col-inline menu-second__download-button wt-button wt-button_size_s\n                     wt-button_mode_primary\">\n                    Download\n                </a>\n\n                    </div>\n\n\n\n    </div>\n</div>\n            </div>\n</div>\n</body>\n</html>\n", "position": "-391.00;-244.00", "size": "1372;3322", "children": []}]}]}, {"name": null, "role": "AXStaticText", "description": "Scheme:", "role_description": "text", "value": "Scheme:", "position": "-391.00;-244.00", "size": "53;17", "children": []}, {"name": null, "role": "AXPopUpButton", "description": null, "role_description": "pop up button", "value": "Default", "position": "-391.00;-244.00", "size": "200;34", "children": [{"name": null, "role": "AXPopUpButton", "description": null, "role_description": "pop up button", "value": null, "position": "-391.00;-244.00", "size": "0;0", "children": []}]}, {"name": null, "role": "AXTextField", "description": null, "role_description": "text field", "value": "", "position": "-391.00;-244.00", "size": "200;34", "children": []}, {"name": null, "role": "AXGroup", "description": "Action Toolbar", "role_description": "group", "value": 0, "position": "-391.00;-244.00", "size": "26;34", "children": [{"name": null, "role": "AXButton", "description": "Show Scheme Actions", "role_description": "button", "value": null, "position": "-391.00;-244.00", "size": "26;24", "children": []}]}, {"name": null, "role": "AXStaticText", "description": "", "role_description": "text", "value": "", "position": "-391.00;-244.00", "size": "0;0", "children": []}, {"name": null, "role": "AXLink", "description": "Set from...", "role_description": "link", "value": null, "position": "-391.00;-244.00", "size": "66;17", "children": []}, {"name": null, "role": "AXImage", "description": "", "role_description": "image", "value": null, "position": "-391.00;-244.00", "size": "16;16", "children": []}, {"name": null, "role": "AXStaticText", "description": "", "role_description": "text", "value": "", "position": "-391.00;-244.00", "size": "0;0", "children": []}, {"name": null, "role": "AXLink", "description": "Disable", "role_description": "link", "value": null, "position": "-391.00;-244.00", "size": "47;17", "children": []}, {"name": null, "role": "AXStaticText", "description": "Loading...", "role_description": "text", "value": "Loading...", "position": "-391.00;-244.00", "size": "711;536", "children": []}, {"name": null, "role": "AXTabGroup", "description": "Tabs and Indents", "role_description": "tab group", "value": "{\n    \"name\": null,\n    \"role\": \"No role\",\n    \"description\": \"\",\n    \"role_description\": \"\",\n    \"value\": null,\n    \"position\": \"\",\n    \"size\": \"\",\n    \"children\": []\n}", "position": "-391.00;-244.00", "size": "711;536", "children": [{"name": null, "role": "No role", "description": "", "role_description": "", "value": null, "position": "", "size": "", "children": []}, {"name": null, "role": "No role", "description": "", "role_description": "", "value": null, "position": "", "size": "", "children": []}, {"name": null, "role": "No role", "description": "", "role_description": "", "value": null, "position": "", "size": "", "children": []}, {"name": null, "role": "No role", "description": "", "role_description": "", "value": null, "position": "", "size": "", "children": []}, {"name": null, "role": "No role", "description": "", "role_description": "", "value": null, "position": "", "size": "", "children": []}, {"name": null, "role": "No role", "description": "", "role_description": "", "value": null, "position": "", "size": "", "children": []}, {"name": null, "role": "No role", "description": "", "role_description": "", "value": null, "position": "", "size": "", "children": []}, {"name": null, "role": "No role", "description": "", "role_description": "", "value": null, "position": "", "size": "", "children": []}, {"name": null, "role": "No role", "description": "", "role_description": "", "value": null, "position": "", "size": "", "children": []}, {"name": null, "role": "AXScrollArea", "description": null, "role_description": "scroll area", "value": 0, "position": "-391.00;-244.00", "size": "241;507", "children": [{"name": null, "role": "AXCheckBox", "description": "Use tab character", "role_description": "checkbox", "value": 0, "position": "-391.00;-244.00", "size": "138;25", "children": []}, {"name": null, "role": "AXCheckBox", "description": "Smart tabs", "role_description": "checkbox", "value": 0, "position": "-391.00;-244.00", "size": "95;25", "children": []}, {"name": null, "role": "AXStaticText", "description": "Tab size:", "role_description": "text", "value": "Tab size:", "position": "-391.00;-244.00", "size": "142;17", "children": []}, {"name": null, "role": "AXTextField", "description": "Tab size:", "role_description": "text field", "value": "4", "position": "-391.00;-244.00", "size": "68;34", "children": []}, {"name": null, "role": "AXStaticText", "description": "Indent:", "role_description": "text", "value": "Indent:", "position": "-391.00;-244.00", "size": "142;17", "children": []}, {"name": null, "role": "AXTextField", "description": "Indent:", "role_description": "text field", "value": "2", "position": "-391.00;-244.00", "size": "68;34", "children": []}, {"name": null, "role": "AXStaticText", "description": "Continuation indent:", "role_description": "text", "value": "Continuation indent:", "position": "-391.00;-244.00", "size": "142;17", "children": []}, {"name": null, "role": "AXTextField", "description": "Continuation indent:", "role_description": "text field", "value": "8", "position": "-391.00;-244.00", "size": "68;34", "children": []}, {"name": null, "role": "AXCheckBox", "description": "Keep indents on empty lines", "role_description": "checkbox", "value": 0, "position": "-391.00;-244.00", "size": "202;25", "children": []}, {"name": null, "role": "AXScrollBar", "description": null, "role_description": "scroll bar", "value": 0, "position": "-391.00;-244.00", "size": "0;0", "children": []}, {"name": null, "role": "AXScrollBar", "description": null, "role_description": "scroll bar", "value": 0, "position": "-391.00;-244.00", "size": "0;0", "children": []}]}, {"name": null, "role": "AXScrollArea", "description": null, "role_description": "scroll area", "value": 0, "position": "-391.00;-244.00", "size": "467;507", "children": [{"name": null, "role": "AXScrollBar", "description": null, "role_description": "scroll bar", "value": 0, "position": "-391.00;-244.00", "size": "14;507", "children": []}, {"name": null, "role": "AXScrollBar", "description": null, "role_description": "scroll bar", "value": 0, "position": "-391.00;-244.00", "size": "0;0", "children": []}, {"name": null, "role": "AXGroup", "description": "", "role_description": "group", "value": 0, "position": "-391.00;-244.00", "size": "0;0", "children": []}, {"name": null, "role": "AXStaticText", "description": "", "role_description": "text", "value": "", "position": "-391.00;-244.00", "size": "0;0", "children": []}, {"name": null, "role": "AXGroup", "description": null, "role_description": "group", "value": 0, "position": "-391.00;-244.00", "size": "0;507", "children": []}, {"name": null, "role": "AXTextArea", "description": "Editor", "role_description": "text entry area", "value": "{\n  \"json literals are\": {\n    \"strings\": [\n      \"foo\",\n      \"bar\",\n      \"\\u0062\\u0061\\u0072\"\n    ],\n    \"numbers\": [\n      42,\n      6.62606975e-34\n    ],\n    \"boolean values\": [\n      true,\n      false,\n    ],\n    \"objects\": {\n      \"null\": null,\n      \"another\": null,\n    }\n  }\n}", "position": "-391.00;-244.00", "size": "467;507", "children": []}]}]}, {"name": null, "role": "AXStaticText", "description": "Scheme:", "role_description": "text", "value": "Scheme:", "position": "-391.00;-244.00", "size": "53;17", "children": []}, {"name": null, "role": "AXPopUpButton", "description": null, "role_description": "pop up button", "value": "Default", "position": "-391.00;-244.00", "size": "200;34", "children": [{"name": null, "role": "AXPopUpButton", "description": null, "role_description": "pop up button", "value": null, "position": "-391.00;-244.00", "size": "0;0", "children": []}]}, {"name": null, "role": "AXTextField", "description": null, "role_description": "text field", "value": "", "position": "-391.00;-244.00", "size": "200;34", "children": []}, {"name": null, "role": "AXGroup", "description": "Action Toolbar", "role_description": "group", "value": 0, "position": "-391.00;-244.00", "size": "26;34", "children": [{"name": null, "role": "AXButton", "description": "Show Scheme Actions", "role_description": "button", "value": null, "position": "-391.00;-244.00", "size": "26;24", "children": []}]}, {"name": null, "role": "AXStaticText", "description": "", "role_description": "text", "value": "", "position": "-391.00;-244.00", "size": "0;0", "children": []}, {"name": null, "role": "AXLink", "description": "Set from...", "role_description": "link", "value": null, "position": "-391.00;-244.00", "size": "66;17", "children": []}, {"name": null, "role": "AXImage", "description": "", "role_description": "image", "value": null, "position": "-391.00;-244.00", "size": "16;16", "children": []}, {"name": null, "role": "AXStaticText", "description": "", "role_description": "text", "value": "", "position": "-391.00;-244.00", "size": "0;0", "children": []}, {"name": null, "role": "AXLink", "description": "Disable", "role_description": "link", "value": null, "position": "-391.00;-244.00", "size": "47;17", "children": []}, {"name": null, "role": "AXStaticText", "description": "Loading...", "role_description": "text", "value": "Loading...", "position": "-391.00;-244.00", "size": "711;536", "children": []}, {"name": null, "role": "AXTabGroup", "description": "Wrapping and Braces", "role_description": "tab group", "value": "{\n    \"name\": null,\n    \"role\": \"No role\",\n    \"description\": \"\",\n    \"role_description\": \"\",\n    \"value\": null,\n    \"position\": \"\",\n    \"size\": \"\",\n    \"children\": []\n}", "position": "-391.00;-244.00", "size": "711;536", "children": [{"name": null, "role": "No role", "description": "", "role_description": "", "value": null, "position": "", "size": "", "children": []}, {"name": null, "role": "No role", "description": "", "role_description": "", "value": null, "position": "", "size": "", "children": []}, {"name": null, "role": "No role", "description": "", "role_description": "", "value": null, "position": "", "size": "", "children": []}, {"name": null, "role": "No role", "description": "", "role_description": "", "value": null, "position": "", "size": "", "children": []}, {"name": null, "role": "No role", "description": "", "role_description": "", "value": null, "position": "", "size": "", "children": []}, {"name": null, "role": "No role", "description": "", "role_description": "", "value": null, "position": "", "size": "", "children": []}, {"name": null, "role": "No role", "description": "", "role_description": "", "value": null, "position": "", "size": "", "children": []}, {"name": null, "role": "No role", "description": "", "role_description": "", "value": null, "position": "", "size": "", "children": []}, {"name": null, "role": "No role", "description": "", "role_description": "", "value": null, "position": "", "size": "", "children": []}, {"name": null, "role": "AXScrollArea", "description": null, "role_description": "scroll area", "value": 0, "position": "-391.00;-244.00", "size": "394;507", "children": [{"name": null, "role": "AXScrollBar", "description": null, "role_description": "scroll bar", "value": 0, "position": "-391.00;-244.00", "size": "0;0", "children": []}, {"name": null, "role": "AXScrollBar", "description": null, "role_description": "scroll bar", "value": 0, "position": "-391.00;-244.00", "size": "0;0", "children": []}, {"name": null, "role": "AXTable", "description": "table", "role_description": "table", "value": 0, "position": "-391.00;-244.00", "size": "394;507", "children": [{"name": null, "role": "AXRow", "description": "Hard wrap at:, Default: 120", "role_description": "row", "value": 0, "position": "-391.00;-244.00", "size": "394;24", "children": [{"name": null, "role": "AXCell", "description": "Hard wrap at:", "role_description": "cell", "value": 0, "position": "-391.00;-244.00", "size": "268;24", "children": [{"name": null, "role": "AXStaticText", "description": "Hard wrap at:", "role_description": "text", "value": 0, "position": "-391.00;-244.00", "size": "268;24", "children": []}]}, {"name": null, "role": "AXCell", "description": "Default: 120", "role_description": "cell", "value": 0, "position": "-391.00;-244.00", "size": "126;24", "children": [{"name": null, "role": "AXStaticText", "description": "Default: 120", "role_description": "text", "value": 0, "position": "-391.00;-244.00", "size": "126;24", "children": []}]}]}, {"name": null, "role": "AXRow", "description": "Wrap on typing, Default: No", "role_description": "row", "value": 0, "position": "-391.00;-244.00", "size": "394;24", "children": [{"name": null, "role": "AXCell", "description": "Wrap on typing", "role_description": "cell", "value": 0, "position": "-391.00;-244.00", "size": "268;24", "children": [{"name": null, "role": "AXStaticText", "description": "Wrap on typing", "role_description": "text", "value": 0, "position": "-391.00;-244.00", "size": "268;24", "children": []}]}, {"name": null, "role": "AXCell", "description": "Default: No", "role_description": "cell", "value": 0, "position": "-391.00;-244.00", "size": "126;24", "children": [{"name": null, "role": "AXStaticText", "description": "Default: No", "role_description": "text", "value": 0, "position": "-391.00;-244.00", "size": "126;24", "children": []}]}]}, {"name": null, "role": "AXRow", "description": "Wrap long text, 1", "role_description": "row", "value": 0, "position": "-391.00;-244.00", "size": "394;24", "children": [{"name": null, "role": "AXCell", "description": "Wrap long text", "role_description": "cell", "value": 0, "position": "-391.00;-244.00", "size": "268;24", "children": [{"name": null, "role": "AXStaticText", "description": "Wrap long text", "role_description": "text", "value": 0, "position": "-391.00;-244.00", "size": "268;24", "children": []}]}, {"name": null, "role": "AXCell", "description": null, "role_description": "cell", "value": 1, "position": "-391.00;-244.00", "size": "126;24", "children": [{"name": null, "role": "AXCheckBox", "description": null, "role_description": "checkbox", "value": 1, "position": "-391.00;-244.00", "size": "126;24", "children": []}]}]}, {"name": null, "role": "AXRow", "description": "Wrap text inside block quotes, 1", "role_description": "row", "value": 0, "position": "-391.00;-244.00", "size": "394;24", "children": [{"name": null, "role": "AXCell", "description": "Wrap text inside block quotes", "role_description": "cell", "value": 0, "position": "-391.00;-244.00", "size": "268;24", "children": [{"name": null, "role": "AXStaticText", "description": "Wrap text inside block quotes", "role_description": "text", "value": 0, "position": "-391.00;-244.00", "size": "268;24", "children": []}]}, {"name": null, "role": "AXCell", "description": null, "role_description": "cell", "value": 1, "position": "-391.00;-244.00", "size": "126;24", "children": [{"name": null, "role": "AXCheckBox", "description": null, "role_description": "checkbox", "value": 1, "position": "-391.00;-244.00", "size": "126;24", "children": []}]}]}, {"name": null, "role": "AXRow", "description": "Visual guides, Default: None", "role_description": "row", "value": 0, "position": "-391.00;-244.00", "size": "394;24", "children": [{"name": null, "role": "AXCell", "description": "Visual guides", "role_description": "cell", "value": 0, "position": "-391.00;-244.00", "size": "268;24", "children": [{"name": null, "role": "AXStaticText", "description": "Visual guides", "role_description": "text", "value": 0, "position": "-391.00;-244.00", "size": "268;24", "children": []}]}, {"name": null, "role": "AXCell", "description": "Default: None", "role_description": "cell", "value": 0, "position": "-391.00;-244.00", "size": "126;24", "children": [{"name": null, "role": "AXStaticText", "description": "Default: None", "role_description": "text", "value": 0, "position": "-391.00;-244.00", "size": "126;24", "children": []}]}]}, {"name": null, "role": "AXRow", "description": "When reformatting", "role_description": "row", "value": 0, "position": "-391.00;-244.00", "size": "268;24", "children": [{"name": null, "role": "AXCell", "description": "When reformatting", "role_description": "cell", "value": 0, "position": "-391.00;-244.00", "size": "268;24", "children": [{"name": null, "role": "AXStaticText", "description": "When reformatting", "role_description": "text", "value": 0, "position": "-391.00;-244.00", "size": "268;24", "children": []}]}]}, {"name": null, "role": "AXRow", "description": "Keep line breaks inside text blocks, 1", "role_description": "row", "value": 0, "position": "-391.00;-244.00", "size": "394;24", "children": [{"name": null, "role": "AXCell", "description": "Keep line breaks inside text blocks", "role_description": "cell", "value": 0, "position": "-391.00;-244.00", "size": "268;24", "children": [{"name": null, "role": "AXStaticText", "description": "Keep line breaks inside text blocks", "role_description": "text", "value": 0, "position": "-391.00;-244.00", "size": "268;24", "children": []}]}, {"name": null, "role": "AXCell", "description": null, "role_description": "cell", "value": 1, "position": "-391.00;-244.00", "size": "126;24", "children": [{"name": null, "role": "AXCheckBox", "description": null, "role_description": "checkbox", "value": 1, "position": "-391.00;-244.00", "size": "126;24", "children": []}]}]}, {"name": null, "role": "AXRow", "description": "Insert block quote arrows, 1", "role_description": "row", "value": 0, "position": "-391.00;-244.00", "size": "394;24", "children": [{"name": null, "role": "AXCell", "description": "Insert block quote arrows", "role_description": "cell", "value": 0, "position": "-391.00;-244.00", "size": "268;24", "children": [{"name": null, "role": "AXStaticText", "description": "Insert block quote arrows", "role_description": "text", "value": 0, "position": "-391.00;-244.00", "size": "268;24", "children": []}]}, {"name": null, "role": "AXCell", "description": null, "role_description": "cell", "value": 1, "position": "-391.00;-244.00", "size": "126;24", "children": [{"name": null, "role": "AXCheckBox", "description": null, "role_description": "checkbox", "value": 1, "position": "-391.00;-244.00", "size": "126;24", "children": []}]}]}, {"name": null, "role": "AXRow", "description": "Format tables, 1", "role_description": "row", "value": 0, "position": "-391.00;-244.00", "size": "394;24", "children": [{"name": null, "role": "AXCell", "description": "Format tables", "role_description": "cell", "value": 0, "position": "-391.00;-244.00", "size": "268;24", "children": [{"name": null, "role": "AXStaticText", "description": "Format tables", "role_description": "text", "value": 0, "position": "-391.00;-244.00", "size": "268;24", "children": []}]}, {"name": null, "role": "AXCell", "description": null, "role_description": "cell", "value": 1, "position": "-391.00;-244.00", "size": "126;24", "children": [{"name": null, "role": "AXCheckBox", "description": null, "role_description": "checkbox", "value": 1, "position": "-391.00;-244.00", "size": "126;24", "children": []}]}]}]}]}, {"name": null, "role": "AXScrollArea", "description": null, "role_description": "scroll area", "value": 0, "position": "-391.00;-244.00", "size": "314;507", "children": [{"name": null, "role": "AXScrollBar", "description": null, "role_description": "scroll bar", "value": 0, "position": "-391.00;-244.00", "size": "14;507", "children": []}, {"name": null, "role": "AXScrollBar", "description": null, "role_description": "scroll bar", "value": 0, "position": "-391.00;-244.00", "size": "0;0", "children": []}, {"name": null, "role": "AXGroup", "description": "", "role_description": "group", "value": 0, "position": "-391.00;-244.00", "size": "0;0", "children": []}, {"name": null, "role": "AXStaticText", "description": "", "role_description": "text", "value": "", "position": "-391.00;-244.00", "size": "0;0", "children": []}, {"name": null, "role": "AXGroup", "description": null, "role_description": "group", "value": 0, "position": "-391.00;-244.00", "size": "0;507", "children": []}, {"name": null, "role": "AXTextArea", "description": "Editor", "role_description": "text entry area", "value": "# Sample header\n\nSample paragraph after header\nand before code fence.\n\n```java\nclass SimpleClass {\n}\n```\n\nOne more sample paragraph with\n`inline` *elements*.\n\n* List with a few bullets\n  and few lines in some of\n  them\n    * And one more bullet\n    * And bullet with more\n      than one line\n\nLast paragraph that is placed\nafter list", "position": "-391.00;-244.00", "size": "314;507", "children": []}]}]}, {"name": null, "role": "AXStaticText", "description": "Scheme:", "role_description": "text", "value": "Scheme:", "position": "-391.00;-244.00", "size": "53;17", "children": []}, {"name": null, "role": "AXPopUpButton", "description": null, "role_description": "pop up button", "value": "Default", "position": "-391.00;-244.00", "size": "200;34", "children": [{"name": null, "role": "AXPopUpButton", "description": null, "role_description": "pop up button", "value": null, "position": "-391.00;-244.00", "size": "0;0", "children": []}]}, {"name": null, "role": "AXTextField", "description": null, "role_description": "text field", "value": "", "position": "-391.00;-244.00", "size": "200;34", "children": []}, {"name": null, "role": "AXGroup", "description": "Action Toolbar", "role_description": "group", "value": 0, "position": "-391.00;-244.00", "size": "26;34", "children": [{"name": null, "role": "AXButton", "description": "Show Scheme Actions", "role_description": "button", "value": null, "position": "-391.00;-244.00", "size": "26;24", "children": []}]}, {"name": null, "role": "AXStaticText", "description": "", "role_description": "text", "value": "", "position": "-391.00;-244.00", "size": "0;0", "children": []}, {"name": null, "role": "AXLink", "description": "Set from...", "role_description": "link", "value": null, "position": "-391.00;-244.00", "size": "0;0", "children": []}, {"name": null, "role": "AXImage", "description": "", "role_description": "image", "value": null, "position": "-391.00;-244.00", "size": "16;16", "children": []}, {"name": null, "role": "AXStaticText", "description": "", "role_description": "text", "value": "", "position": "-391.00;-244.00", "size": "0;0", "children": []}, {"name": null, "role": "AXLink", "description": "Disable", "role_description": "link", "value": null, "position": "-391.00;-244.00", "size": "47;17", "children": []}, {"name": null, "role": "AXStaticText", "description": "Loading...", "role_description": "text", "value": "Loading...", "position": "-391.00;-244.00", "size": "711;541", "children": []}, {"name": null, "role": "AXScrollArea", "description": null, "role_description": "scroll area", "value": 0, "position": "-391.00;-244.00", "size": "413;541", "children": [{"name": null, "role": "AXTable", "description": "table", "role_description": "table", "value": 0, "position": "-391.00;-244.00", "size": "411;539", "children": [{"name": null, "role": "AXRow", "description": "Align properties in column, 0", "role_description": "row", "value": 0, "position": "-391.00;-244.00", "size": "411;24", "children": [{"name": null, "role": "AXCell", "description": "Align properties in column", "role_description": "cell", "value": 0, "position": "-391.00;-244.00", "size": "285;24", "children": [{"name": null, "role": "AXStaticText", "description": "Align properties in column", "role_description": "text", "value": 0, "position": "-391.00;-244.00", "size": "285;24", "children": []}]}, {"name": null, "role": "AXCell", "description": null, "role_description": "cell", "value": 0, "position": "-391.00;-244.00", "size": "126;24", "children": [{"name": null, "role": "AXCheckBox", "description": null, "role_description": "checkbox", "value": 0, "position": "-391.00;-244.00", "size": "126;24", "children": []}]}]}, {"name": null, "role": "AXRow", "description": "Insert space around key-value delimiter, 0", "role_description": "row", "value": 0, "position": "-391.00;-244.00", "size": "411;24", "children": [{"name": null, "role": "AXCell", "description": "Insert space around key-value delimiter", "role_description": "cell", "value": 0, "position": "-391.00;-244.00", "size": "285;24", "children": [{"name": null, "role": "AXStaticText", "description": "Insert space around key-value delimiter", "role_description": "text", "value": 0, "position": "-391.00;-244.00", "size": "285;24", "children": []}]}, {"name": null, "role": "AXCell", "description": null, "role_description": "cell", "value": 0, "position": "-391.00;-244.00", "size": "126;24", "children": [{"name": null, "role": "AXCheckBox", "description": null, "role_description": "checkbox", "value": 0, "position": "-391.00;-244.00", "size": "126;24", "children": []}]}]}, {"name": null, "role": "AXRow", "description": "Key-value delimiter, =", "role_description": "row", "value": 0, "position": "-391.00;-244.00", "size": "411;24", "children": [{"name": null, "role": "AXCell", "description": "Key-value delimiter", "role_description": "cell", "value": 0, "position": "-391.00;-244.00", "size": "285;24", "children": [{"name": null, "role": "AXStaticText", "description": "Key-value delimiter", "role_description": "text", "value": 0, "position": "-391.00;-244.00", "size": "285;24", "children": []}]}, {"name": null, "role": "AXCell", "description": "=", "role_description": "cell", "value": 0, "position": "-391.00;-244.00", "size": "126;24", "children": [{"name": null, "role": "AXButton", "description": "=", "role_description": "button", "value": 0, "position": "-391.00;-244.00", "size": "126;24", "children": []}]}]}, {"name": null, "role": "AXRow", "description": "Keep blank lines, 0", "role_description": "row", "value": 0, "position": "-391.00;-244.00", "size": "411;24", "children": [{"name": null, "role": "AXCell", "description": "Keep blank lines", "role_description": "cell", "value": 0, "position": "-391.00;-244.00", "size": "285;24", "children": [{"name": null, "role": "AXStaticText", "description": "Keep blank lines", "role_description": "text", "value": 0, "position": "-391.00;-244.00", "size": "285;24", "children": []}]}, {"name": null, "role": "AXCell", "description": null, "role_description": "cell", "value": 0, "position": "-391.00;-244.00", "size": "126;24", "children": [{"name": null, "role": "AXCheckBox", "description": null, "role_description": "checkbox", "value": 0, "position": "-391.00;-244.00", "size": "126;24", "children": []}]}]}]}, {"name": null, "role": "AXScrollBar", "description": null, "role_description": "scroll bar", "value": 0, "position": "-391.00;-244.00", "size": "0;0", "children": []}, {"name": null, "role": "AXScrollBar", "description": null, "role_description": "scroll bar", "value": 0, "position": "-391.00;-244.00", "size": "0;0", "children": []}]}, {"name": null, "role": "AXScrollArea", "description": null, "role_description": "scroll area", "value": 0, "position": "-391.00;-244.00", "size": "295;541", "children": [{"name": null, "role": "AXScrollBar", "description": null, "role_description": "scroll bar", "value": 0, "position": "-391.00;-244.00", "size": "14;539", "children": []}, {"name": null, "role": "AXScrollBar", "description": null, "role_description": "scroll bar", "value": 0, "position": "-391.00;-244.00", "size": "0;0", "children": []}, {"name": null, "role": "AXGroup", "description": "", "role_description": "group", "value": 0, "position": "-391.00;-244.00", "size": "0;0", "children": []}, {"name": null, "role": "AXStaticText", "description": "", "role_description": "text", "value": "", "position": "-391.00;-244.00", "size": "0;0", "children": []}, {"name": null, "role": "AXGroup", "description": null, "role_description": "group", "value": 0, "position": "-391.00;-244.00", "size": "0;539", "children": []}, {"name": null, "role": "AXTextArea", "description": "Editor", "role_description": "text entry area", "value": "key1=value\nsome_key=some_value\n#commentaries\nlast.key=some text here", "position": "-391.00;-244.00", "size": "293;539", "children": []}]}, {"name": null, "role": "AXStaticText", "description": "Scheme:", "role_description": "text", "value": "Scheme:", "position": "-391.00;-244.00", "size": "53;17", "children": []}, {"name": null, "role": "AXPopUpButton", "description": null, "role_description": "pop up button", "value": "Default", "position": "-391.00;-244.00", "size": "200;34", "children": [{"name": null, "role": "AXPopUpButton", "description": null, "role_description": "pop up button", "value": null, "position": "-391.00;-244.00", "size": "0;0", "children": []}]}, {"name": null, "role": "AXTextField", "description": null, "role_description": "text field", "value": "", "position": "-391.00;-244.00", "size": "200;34", "children": []}, {"name": null, "role": "AXGroup", "description": "Action Toolbar", "role_description": "group", "value": 0, "position": "-391.00;-244.00", "size": "26;34", "children": [{"name": null, "role": "AXButton", "description": "Show Scheme Actions", "role_description": "button", "value": null, "position": "-391.00;-244.00", "size": "26;24", "children": []}]}, {"name": null, "role": "AXStaticText", "description": "", "role_description": "text", "value": "", "position": "-391.00;-244.00", "size": "0;0", "children": []}, {"name": null, "role": "AXLink", "description": "Set from...", "role_description": "link", "value": null, "position": "-391.00;-244.00", "size": "0;0", "children": []}, {"name": null, "role": "AXImage", "description": "", "role_description": "image", "value": null, "position": "-391.00;-244.00", "size": "16;16", "children": []}, {"name": null, "role": "AXStaticText", "description": "", "role_description": "text", "value": "", "position": "-391.00;-244.00", "size": "0;0", "children": []}, {"name": null, "role": "AXLink", "description": "Disable", "role_description": "link", "value": null, "position": "-391.00;-244.00", "size": "47;17", "children": []}, {"name": null, "role": "AXStaticText", "description": "Loading...", "role_description": "text", "value": "Loading...", "position": "-391.00;-244.00", "size": "711;541", "children": []}, {"name": null, "role": "AXStaticText", "description": "Shfmt formatter", "role_description": "text", "value": "Shfmt formatter", "position": "-391.00;-244.00", "size": "98;17", "children": []}, {"name": null, "role": "AXScrollArea", "description": null, "role_description": "scroll area", "value": 0, "position": "-391.00;-244.00", "size": "289;251", "children": [{"name": null, "role": "AXScrollBar", "description": null, "role_description": "scroll bar", "value": 0, "position": "-391.00;-244.00", "size": "14;251", "children": []}, {"name": null, "role": "AXScrollBar", "description": null, "role_description": "scroll bar", "value": 0, "position": "-391.00;-244.00", "size": "0;0", "children": []}, {"name": null, "role": "AXCheckBox", "description": "Allow line breaks after binary operators", "role_description": "checkbox", "value": 0, "position": "-391.00;-244.00", "size": "269;25", "children": []}, {"name": null, "role": "AXCheckBox", "description": "Indent case statements", "role_description": "checkbox", "value": 0, "position": "-391.00;-244.00", "size": "172;25", "children": []}, {"name": null, "role": "AXCheckBox", "description": "Add space after redirect operators", "role_description": "checkbox", "value": 0, "position": "-391.00;-244.00", "size": "241;25", "children": []}, {"name": null, "role": "AXCheckBox", "description": "Keep column alignment padding", "role_description": "checkbox", "value": 0, "position": "-391.00;-244.00", "size": "225;25", "children": []}, {"name": null, "role": "AXCheckBox", "description": "Minify program to reduce its size", "role_description": "checkbox", "value": 0, "position": "-391.00;-244.00", "size": "230;25", "children": []}, {"name": null, "role": "AXStaticText", "description": "Indent:", "role_description": "text", "value": "Indent:", "position": "-391.00;-244.00", "size": "43;17", "children": []}, {"name": null, "role": "AXTextField", "description": null, "role_description": "text field", "value": "2", "position": "-391.00;-244.00", "size": "184;34", "children": []}, {"name": null, "role": "AXCheckBox", "description": "Use tab character", "role_description": "checkbox", "value": 0, "position": "-391.00;-244.00", "size": "138;25", "children": []}, {"name": null, "role": "AXStaticText", "description": "Indent", "role_description": "text", "value": "Indent", "position": "-391.00;-244.00", "size": "39;17", "children": []}, {"name": null, "role": "AXStaticText", "description": "Tab size:", "role_description": "text", "value": "Tab size:", "position": "-391.00;-244.00", "size": "55;17", "children": []}, {"name": null, "role": "AXTextField", "description": null, "role_description": "text field", "value": "2", "position": "-391.00;-244.00", "size": "184;34", "children": []}, {"name": null, "role": "AXCheckBox", "description": "Use Unix line separators (\\n)", "role_description": "checkbox", "value": 1, "position": "-391.00;-244.00", "size": "203;25", "children": []}]}, {"name": null, "role": "AXScrollArea", "description": null, "role_description": "scroll area", "value": 0, "position": "-391.00;-244.00", "size": "409;251", "children": [{"name": null, "role": "AXScrollBar", "description": null, "role_description": "scroll bar", "value": 0, "position": "-391.00;-244.00", "size": "14;249", "children": []}, {"name": null, "role": "AXScrollBar", "description": null, "role_description": "scroll bar", "value": 0, "position": "-391.00;-244.00", "size": "0;0", "children": []}, {"name": null, "role": "AXGroup", "description": "", "role_description": "group", "value": 0, "position": "-391.00;-244.00", "size": "0;0", "children": []}, {"name": null, "role": "AXStaticText", "description": "", "role_description": "text", "value": "", "position": "-391.00;-244.00", "size": "0;0", "children": []}, {"name": null, "role": "AXGroup", "description": null, "role_description": "group", "value": 0, "position": "-391.00;-244.00", "size": "0;418", "children": []}, {"name": null, "role": "AXTextArea", "description": "Editor", "role_description": "text entry area", "value": "#!/usr/bin/env sh\n\nfunction foo() {\n  if [ -x $file ]; then\n    myArray=(item1 item2 item3)\n  elif [ $file1 -nt $file2 ]; then\n    unset myArray\n  else\n    echo \"Usage: $0 file ...\"\n  fi\n}\n\nfor (( i = 0; i < 5; i++ )); do\n  read -p r\n  print -n $r\n  wait $!\ndone\n", "position": "-391.00;-244.00", "size": "407;418", "children": []}]}, {"name": null, "role": "AXScrollArea", "description": null, "role_description": "scroll area", "value": 0, "position": "-391.00;-244.00", "size": "711;66", "children": [{"name": null, "role": "AXStaticText", "description": "Path:", "role_description": "text", "value": "Path:", "position": "-391.00;-244.00", "size": "32;17", "children": []}, {"name": null, "role": "AXTextField", "description": null, "role_description": "text field", "value": "", "position": "-391.00;-244.00", "size": "629;34", "children": []}, {"name": null, "role": "AXStaticText", "description": "Invalid path.", "role_description": "text", "value": "Invalid path.", "position": "-391.00;-244.00", "size": "95;17", "children": []}, {"name": null, "role": "AXLink", "description": "Download", "role_description": "link", "value": null, "position": "-391.00;-244.00", "size": "64;17", "children": []}, {"name": null, "role": "AXStaticText", "description": "missing formatter", "role_description": "text", "value": "missing formatter", "position": "-391.00;-244.00", "size": "108;17", "children": []}, {"name": null, "role": "AXStaticText", "description": "Can't download shfmt formatter. Install it manually.", "role_description": "text", "value": "Can't download shfmt formatter. Install it manually.", "position": "-391.00;-244.00", "size": "0;0", "children": []}, {"name": null, "role": "AXScrollBar", "description": null, "role_description": "scroll bar", "value": 0, "position": "-391.00;-244.00", "size": "0;0", "children": []}, {"name": null, "role": "AXScrollBar", "description": null, "role_description": "scroll bar", "value": 0, "position": "-391.00;-244.00", "size": "0;0", "children": []}]}, {"name": null, "role": "AXStaticText", "description": "Scheme:", "role_description": "text", "value": "Scheme:", "position": "-391.00;-244.00", "size": "53;17", "children": []}, {"name": null, "role": "AXPopUpButton", "description": null, "role_description": "pop up button", "value": "Default", "position": "-391.00;-244.00", "size": "200;34", "children": [{"name": null, "role": "AXPopUpButton", "description": null, "role_description": "pop up button", "value": null, "position": "-391.00;-244.00", "size": "0;0", "children": []}]}, {"name": null, "role": "AXTextField", "description": null, "role_description": "text field", "value": "", "position": "-391.00;-244.00", "size": "200;34", "children": []}, {"name": null, "role": "AXGroup", "description": "Action Toolbar", "role_description": "group", "value": 0, "position": "-391.00;-244.00", "size": "26;34", "children": [{"name": null, "role": "AXButton", "description": "Show Scheme Actions", "role_description": "button", "value": null, "position": "-391.00;-244.00", "size": "26;24", "children": []}]}, {"name": null, "role": "AXStaticText", "description": "", "role_description": "text", "value": "", "position": "-391.00;-244.00", "size": "0;0", "children": []}, {"name": null, "role": "AXLink", "description": "Set from...", "role_description": "link", "value": null, "position": "-391.00;-244.00", "size": "66;17", "children": []}, {"name": null, "role": "AXImage", "description": "", "role_description": "image", "value": null, "position": "-391.00;-244.00", "size": "16;16", "children": []}, {"name": null, "role": "AXStaticText", "description": "", "role_description": "text", "value": "", "position": "-391.00;-244.00", "size": "0;0", "children": []}, {"name": null, "role": "AXLink", "description": "Disable", "role_description": "link", "value": null, "position": "-391.00;-244.00", "size": "47;17", "children": []}, {"name": null, "role": "AXStaticText", "description": "Loading...", "role_description": "text", "value": "Loading...", "position": "-391.00;-244.00", "size": "711;536", "children": []}, {"name": null, "role": "AXTabGroup", "description": "Tabs and Indents", "role_description": "tab group", "value": "{\n    \"name\": null,\n    \"role\": \"No role\",\n    \"description\": \"\",\n    \"role_description\": \"\",\n    \"value\": null,\n    \"position\": \"\",\n    \"size\": \"\",\n    \"children\": []\n}", "position": "-391.00;-244.00", "size": "711;536", "children": [{"name": null, "role": "No role", "description": "", "role_description": "", "value": null, "position": "", "size": "", "children": []}, {"name": null, "role": "No role", "description": "", "role_description": "", "value": null, "position": "", "size": "", "children": []}, {"name": null, "role": "No role", "description": "", "role_description": "", "value": null, "position": "", "size": "", "children": []}, {"name": null, "role": "No role", "description": "", "role_description": "", "value": null, "position": "", "size": "", "children": []}, {"name": null, "role": "No role", "description": "", "role_description": "", "value": null, "position": "", "size": "", "children": []}, {"name": null, "role": "No role", "description": "", "role_description": "", "value": null, "position": "", "size": "", "children": []}, {"name": null, "role": "AXScrollArea", "description": null, "role_description": "scroll area", "value": 0, "position": "-391.00;-244.00", "size": "241;507", "children": [{"name": null, "role": "AXCheckBox", "description": "Use tab character", "role_description": "checkbox", "value": 0, "position": "-391.00;-244.00", "size": "138;25", "children": []}, {"name": null, "role": "AXCheckBox", "description": "Smart tabs", "role_description": "checkbox", "value": 0, "position": "-391.00;-244.00", "size": "95;25", "children": []}, {"name": null, "role": "AXStaticText", "description": "Tab size:", "role_description": "text", "value": "Tab size:", "position": "-391.00;-244.00", "size": "142;17", "children": []}, {"name": null, "role": "AXTextField", "description": "Tab size:", "role_description": "text field", "value": "4", "position": "-391.00;-244.00", "size": "68;34", "children": []}, {"name": null, "role": "AXStaticText", "description": "Indent:", "role_description": "text", "value": "Indent:", "position": "-391.00;-244.00", "size": "142;17", "children": []}, {"name": null, "role": "AXTextField", "description": "Indent:", "role_description": "text field", "value": "4", "position": "-391.00;-244.00", "size": "68;34", "children": []}, {"name": null, "role": "AXStaticText", "description": "Continuation indent:", "role_description": "text", "value": "Continuation indent:", "position": "-391.00;-244.00", "size": "142;17", "children": []}, {"name": null, "role": "AXTextField", "description": "Continuation indent:", "role_description": "text field", "value": "8", "position": "-391.00;-244.00", "size": "68;34", "children": []}, {"name": null, "role": "AXCheckBox", "description": "Keep indents on empty lines", "role_description": "checkbox", "value": 0, "position": "-391.00;-244.00", "size": "202;25", "children": []}, {"name": null, "role": "AXScrollBar", "description": null, "role_description": "scroll bar", "value": 0, "position": "-391.00;-244.00", "size": "0;0", "children": []}, {"name": null, "role": "AXScrollBar", "description": null, "role_description": "scroll bar", "value": 0, "position": "-391.00;-244.00", "size": "0;0", "children": []}]}, {"name": null, "role": "AXScrollArea", "description": null, "role_description": "scroll area", "value": 0, "position": "-391.00;-244.00", "size": "467;507", "children": [{"name": null, "role": "AXScrollBar", "description": null, "role_description": "scroll bar", "value": 0, "position": "-391.00;-244.00", "size": "14;507", "children": []}, {"name": null, "role": "AXScrollBar", "description": null, "role_description": "scroll bar", "value": 0, "position": "-391.00;-244.00", "size": "0;0", "children": []}, {"name": null, "role": "AXGroup", "description": "", "role_description": "group", "value": 0, "position": "-391.00;-244.00", "size": "0;0", "children": []}, {"name": null, "role": "AXStaticText", "description": "", "role_description": "text", "value": "", "position": "-391.00;-244.00", "size": "0;0", "children": []}, {"name": null, "role": "AXGroup", "description": null, "role_description": "group", "value": 0, "position": "-391.00;-244.00", "size": "0;507", "children": []}, {"name": null, "role": "AXTextArea", "description": "Editor", "role_description": "text entry area", "value": "[config]\nitems = [\n    \"foo\",\n    \"bar\"\n]", "position": "-391.00;-244.00", "size": "467;507", "children": []}]}]}, {"name": null, "role": "AXStaticText", "description": "Scheme:", "role_description": "text", "value": "Scheme:", "position": "-391.00;-244.00", "size": "53;17", "children": []}, {"name": null, "role": "AXPopUpButton", "description": null, "role_description": "pop up button", "value": "Default", "position": "-391.00;-244.00", "size": "200;34", "children": [{"name": null, "role": "AXPopUpButton", "description": null, "role_description": "pop up button", "value": null, "position": "-391.00;-244.00", "size": "0;0", "children": []}]}, {"name": null, "role": "AXTextField", "description": null, "role_description": "text field", "value": "", "position": "-391.00;-244.00", "size": "200;34", "children": []}, {"name": null, "role": "AXGroup", "description": "Action Toolbar", "role_description": "group", "value": 0, "position": "-391.00;-244.00", "size": "26;34", "children": [{"name": null, "role": "AXButton", "description": "Show Scheme Actions", "role_description": "button", "value": null, "position": "-391.00;-244.00", "size": "26;24", "children": []}]}, {"name": null, "role": "AXStaticText", "description": "", "role_description": "text", "value": "", "position": "-391.00;-244.00", "size": "0;0", "children": []}, {"name": null, "role": "AXLink", "description": "Set from...", "role_description": "link", "value": null, "position": "-391.00;-244.00", "size": "66;17", "children": []}, {"name": null, "role": "AXImage", "description": "", "role_description": "image", "value": null, "position": "-391.00;-244.00", "size": "16;16", "children": []}, {"name": null, "role": "AXStaticText", "description": "", "role_description": "text", "value": "", "position": "-391.00;-244.00", "size": "0;0", "children": []}, {"name": null, "role": "AXLink", "description": "Disable", "role_description": "link", "value": null, "position": "-391.00;-244.00", "size": "47;17", "children": []}, {"name": null, "role": "AXStaticText", "description": "Loading...", "role_description": "text", "value": "Loading...", "position": "-391.00;-244.00", "size": "711;536", "children": []}, {"name": null, "role": "AXTabGroup", "description": "Tabs and Indents", "role_description": "tab group", "value": "{\n    \"name\": null,\n    \"role\": \"No role\",\n    \"description\": \"\",\n    \"role_description\": \"\",\n    \"value\": null,\n    \"position\": \"\",\n    \"size\": \"\",\n    \"children\": []\n}", "position": "-391.00;-244.00", "size": "711;536", "children": [{"name": null, "role": "No role", "description": "", "role_description": "", "value": null, "position": "", "size": "", "children": []}, {"name": null, "role": "No role", "description": "", "role_description": "", "value": null, "position": "", "size": "", "children": []}, {"name": null, "role": "No role", "description": "", "role_description": "", "value": null, "position": "", "size": "", "children": []}, {"name": null, "role": "No role", "description": "", "role_description": "", "value": null, "position": "", "size": "", "children": []}, {"name": null, "role": "No role", "description": "", "role_description": "", "value": null, "position": "", "size": "", "children": []}, {"name": null, "role": "No role", "description": "", "role_description": "", "value": null, "position": "", "size": "", "children": []}, {"name": null, "role": "No role", "description": "", "role_description": "", "value": null, "position": "", "size": "", "children": []}, {"name": null, "role": "No role", "description": "", "role_description": "", "value": null, "position": "", "size": "", "children": []}, {"name": null, "role": "No role", "description": "", "role_description": "", "value": null, "position": "", "size": "", "children": []}, {"name": null, "role": "AXScrollArea", "description": null, "role_description": "scroll area", "value": 0, "position": "-391.00;-244.00", "size": "241;507", "children": [{"name": null, "role": "AXCheckBox", "description": "Use tab character", "role_description": "checkbox", "value": 0, "position": "-391.00;-244.00", "size": "138;25", "children": []}, {"name": null, "role": "AXCheckBox", "description": "Smart tabs", "role_description": "checkbox", "value": 0, "position": "-391.00;-244.00", "size": "95;25", "children": []}, {"name": null, "role": "AXStaticText", "description": "Tab size:", "role_description": "text", "value": "Tab size:", "position": "-391.00;-244.00", "size": "142;17", "children": []}, {"name": null, "role": "AXTextField", "description": "Tab size:", "role_description": "text field", "value": "4", "position": "-391.00;-244.00", "size": "68;34", "children": []}, {"name": null, "role": "AXStaticText", "description": "Indent:", "role_description": "text", "value": "Indent:", "position": "-391.00;-244.00", "size": "142;17", "children": []}, {"name": null, "role": "AXTextField", "description": "Indent:", "role_description": "text field", "value": "4", "position": "-391.00;-244.00", "size": "68;34", "children": []}, {"name": null, "role": "AXStaticText", "description": "Continuation indent:", "role_description": "text", "value": "Continuation indent:", "position": "-391.00;-244.00", "size": "142;17", "children": []}, {"name": null, "role": "AXTextField", "description": "Continuation indent:", "role_description": "text field", "value": "8", "position": "-391.00;-244.00", "size": "68;34", "children": []}, {"name": null, "role": "AXCheckBox", "description": "Keep indents on empty lines", "role_description": "checkbox", "value": 0, "position": "-391.00;-244.00", "size": "202;25", "children": []}, {"name": null, "role": "AXScrollBar", "description": null, "role_description": "scroll bar", "value": 0, "position": "-391.00;-244.00", "size": "0;0", "children": []}, {"name": null, "role": "AXScrollBar", "description": null, "role_description": "scroll bar", "value": 0, "position": "-391.00;-244.00", "size": "0;0", "children": []}]}, {"name": null, "role": "AXScrollArea", "description": null, "role_description": "scroll area", "value": 0, "position": "-391.00;-244.00", "size": "467;507", "children": [{"name": null, "role": "AXScrollBar", "description": null, "role_description": "scroll bar", "value": 0, "position": "-391.00;-244.00", "size": "14;507", "children": []}, {"name": null, "role": "AXScrollBar", "description": null, "role_description": "scroll bar", "value": 0, "position": "-391.00;-244.00", "size": "453;14", "children": []}, {"name": null, "role": "AXGroup", "description": "", "role_description": "group", "value": 0, "position": "-391.00;-244.00", "size": "0;0", "children": []}, {"name": null, "role": "AXStaticText", "description": "", "role_description": "text", "value": "", "position": "-391.00;-244.00", "size": "0;0", "children": []}, {"name": null, "role": "AXGroup", "description": null, "role_description": "group", "value": 0, "position": "-391.00;-244.00", "size": "0;902", "children": []}, {"name": null, "role": "AXTextArea", "description": "Editor", "role_description": "text entry area", "value": "<idea-plugin>\n    <name>CVS</name>\n    <description>CVS integration</description>\n    <version>0.1</version>\n    <vendor>IntelliJ</vendor>\n    <idea-version min=\"4.0\" max=\"4.0\"/>\n\n    <application-components>\n\n        <description>Our product makes development a real pleasure. It decreases the time you spend on routine,\n            repetitive\n            handwork, giving you more time to focus on the task at hand. Its robust set of features for automatic\n            error-checking\n            and code correction cuts development time and increases your efficiency. You'll find that our product\n            quickly\n            pays back its cost in increased developer productivity and improved code quality.\n        </description>\n\n        <component>\n            <implementation-class>com.intellij.cvsSupport2.connections.ssh.SSHPasswordProvider</implementation-class>\n            <option name=\"workspace\" value=\"true\"/>\n        </component>\n\n\n    </application-components>\n\n    <actions>\n\n        <group id=\"CvsFileGroup\" text=\"CVS\">\n            <action id=\"Cvs.CheckoutProject\" class=\"com.intellij.cvsSupport2.actions.CheckoutAction\"\n                    text=\"C_heck Out from CVS...\" description=\"Get a copy of files from a CVS repository\"/>\n            <action id=\"Cvs.BrowseCVSRepository\" class=\"com.intellij.cvsSupport2.actions.BrowseCvsRepositoryAction\"\n                    text=\"_Browse CVS Repository...\"\n                    description=\"Browse a CVS repository\"/>\n            <separator/>\n        </group>\n    </actions>\n\n</idea-plugin>\n", "position": "-391.00;-244.00", "size": "912;902", "children": []}]}]}, {"name": null, "role": "AXStaticText", "description": "Scheme:", "role_description": "text", "value": "Scheme:", "position": "-391.00;-244.00", "size": "53;17", "children": []}, {"name": null, "role": "AXPopUpButton", "description": null, "role_description": "pop up button", "value": "Default", "position": "-391.00;-244.00", "size": "200;34", "children": [{"name": null, "role": "AXPopUpButton", "description": null, "role_description": "pop up button", "value": null, "position": "-391.00;-244.00", "size": "0;0", "children": []}]}, {"name": null, "role": "AXTextField", "description": null, "role_description": "text field", "value": "", "position": "-391.00;-244.00", "size": "200;34", "children": []}, {"name": null, "role": "AXGroup", "description": "Action Toolbar", "role_description": "group", "value": 0, "position": "-391.00;-244.00", "size": "26;34", "children": [{"name": null, "role": "AXButton", "description": "Show Scheme Actions", "role_description": "button", "value": null, "position": "-391.00;-244.00", "size": "26;24", "children": []}]}, {"name": null, "role": "AXStaticText", "description": "", "role_description": "text", "value": "", "position": "-391.00;-244.00", "size": "0;0", "children": []}, {"name": null, "role": "AXLink", "description": "Set from...", "role_description": "link", "value": null, "position": "-391.00;-244.00", "size": "66;17", "children": []}, {"name": null, "role": "AXImage", "description": "", "role_description": "image", "value": null, "position": "-391.00;-244.00", "size": "16;16", "children": []}, {"name": null, "role": "AXStaticText", "description": "", "role_description": "text", "value": "", "position": "-391.00;-244.00", "size": "0;0", "children": []}, {"name": null, "role": "AXLink", "description": "Disable", "role_description": "link", "value": null, "position": "-391.00;-244.00", "size": "47;17", "children": []}, {"name": null, "role": "AXStaticText", "description": "Loading...", "role_description": "text", "value": "Loading...", "position": "-391.00;-244.00", "size": "711;536", "children": []}, {"name": null, "role": "AXTabGroup", "description": "Code Generation", "role_description": "tab group", "value": "{\n    \"name\": null,\n    \"role\": \"No role\",\n    \"description\": \"\",\n    \"role_description\": \"\",\n    \"value\": null,\n    \"position\": \"\",\n    \"size\": \"\",\n    \"children\": []\n}", "position": "-391.00;-244.00", "size": "711;536", "children": [{"name": null, "role": "No role", "description": "", "role_description": "", "value": null, "position": "", "size": "", "children": []}, {"name": null, "role": "No role", "description": "", "role_description": "", "value": null, "position": "", "size": "", "children": []}, {"name": null, "role": "No role", "description": "", "role_description": "", "value": null, "position": "", "size": "", "children": []}, {"name": null, "role": "No role", "description": "", "role_description": "", "value": null, "position": "", "size": "", "children": []}, {"name": null, "role": "No role", "description": "", "role_description": "", "value": null, "position": "", "size": "", "children": []}, {"name": null, "role": "No role", "description": "", "role_description": "", "value": null, "position": "", "size": "", "children": []}, {"name": null, "role": "No role", "description": "", "role_description": "", "value": null, "position": "", "size": "", "children": []}, {"name": null, "role": "No role", "description": "", "role_description": "", "value": null, "position": "", "size": "", "children": []}, {"name": null, "role": "No role", "description": "", "role_description": "", "value": null, "position": "", "size": "", "children": []}, {"name": null, "role": "No role", "description": "", "role_description": "", "value": null, "position": "", "size": "", "children": []}, {"name": null, "role": "No role", "description": "", "role_description": "", "value": null, "position": "", "size": "", "children": []}, {"name": null, "role": "No role", "description": "", "role_description": "", "value": null, "position": "", "size": "", "children": []}, {"name": null, "role": "AXCheckBox", "description": "Line comment at first column", "role_description": "checkbox", "value": 1, "position": "-391.00;-244.00", "size": "206;25", "children": []}, {"name": null, "role": "AXCheckBox", "description": "Add a space at line comment start", "role_description": "checkbox", "value": 0, "position": "-391.00;-244.00", "size": "238;25", "children": []}, {"name": null, "role": "AXCheckBox", "description": "Enforce on reformat", "role_description": "checkbox", "value": 0, "position": "-391.00;-244.00", "size": "151;25", "children": []}, {"name": null, "role": "AXCheckBox", "description": "Block comment at first column", "role_description": "checkbox", "value": 1, "position": "-391.00;-244.00", "size": "0;0", "children": []}, {"name": null, "role": "AXCheckBox", "description": "Add spaces around block comments", "role_description": "checkbox", "value": 0, "position": "-391.00;-244.00", "size": "0;0", "children": []}]}, {"name": null, "role": "AXStaticText", "description": "Scheme:", "role_description": "text", "value": "Scheme:", "position": "-391.00;-244.00", "size": "53;17", "children": []}, {"name": null, "role": "AXPopUpButton", "description": null, "role_description": "pop up button", "value": "Default", "position": "-391.00;-244.00", "size": "200;34", "children": [{"name": null, "role": "AXPopUpButton", "description": null, "role_description": "pop up button", "value": null, "position": "-391.00;-244.00", "size": "0;0", "children": []}]}, {"name": null, "role": "AXTextField", "description": null, "role_description": "text field", "value": "", "position": "-391.00;-244.00", "size": "200;34", "children": []}, {"name": null, "role": "AXGroup", "description": "Action Toolbar", "role_description": "group", "value": 0, "position": "-391.00;-244.00", "size": "26;34", "children": [{"name": null, "role": "AXButton", "description": "Show Scheme Actions", "role_description": "button", "value": null, "position": "-391.00;-244.00", "size": "26;24", "children": []}]}, {"name": null, "role": "AXStaticText", "description": "", "role_description": "text", "value": "", "position": "-391.00;-244.00", "size": "0;0", "children": []}, {"name": null, "role": "AXLink", "description": "Set from...", "role_description": "link", "value": null, "position": "-391.00;-244.00", "size": "0;0", "children": []}, {"name": null, "role": "AXImage", "description": "", "role_description": "image", "value": null, "position": "-391.00;-244.00", "size": "16;16", "children": []}, {"name": null, "role": "AXStaticText", "description": "", "role_description": "text", "value": "", "position": "-391.00;-244.00", "size": "0;0", "children": []}, {"name": null, "role": "AXLink", "description": "Disable", "role_description": "link", "value": null, "position": "-391.00;-244.00", "size": "47;17", "children": []}, {"name": null, "role": "AXStaticText", "description": "Loading...", "role_description": "text", "value": "Loading...", "position": "-391.00;-244.00", "size": "711;541", "children": []}, {"name": null, "role": "AXCheckBox", "description": "Use tab character", "role_description": "checkbox", "value": 0, "position": "-391.00;-244.00", "size": "138;25", "children": []}, {"name": null, "role": "AXCheckBox", "description": "Smart tabs", "role_description": "checkbox", "value": 0, "position": "-391.00;-244.00", "size": "95;25", "children": []}, {"name": null, "role": "AXStaticText", "description": "Tab size:", "role_description": "text", "value": "Tab size:", "position": "-391.00;-244.00", "size": "111;17", "children": []}, {"name": null, "role": "AXTextField", "description": "Tab size:", "role_description": "text field", "value": "4", "position": "-391.00;-244.00", "size": "107;34", "children": []}, {"name": null, "role": "AXStaticText", "description": "Indent:", "role_description": "text", "value": "Indent:", "position": "-391.00;-244.00", "size": "111;17", "children": []}, {"name": null, "role": "AXTextField", "description": "Indent:", "role_description": "text field", "value": "4", "position": "-391.00;-244.00", "size": "107;34", "children": []}, {"name": null, "role": "AXStaticText", "description": "Text files and unsupported file types:", "role_description": "text", "value": "Text files and unsupported file types:", "position": "-391.00;-244.00", "size": "229;17", "children": []}, {"name": null, "role": "AXTextField", "description": "Message text filter", "role_description": "text field", "value": "", "position": "-391.00;-244.00", "size": "226;34", "children": []}, {"name": null, "role": "AXGroup", "description": "", "role_description": "group", "value": 0, "position": "-391.00;-244.00", "size": "40;34", "children": [{"name": null, "role": "AXImage", "description": "", "role_description": "image", "value": null, "position": "-391.00;-244.00", "size": "26;24", "children": []}]}, {"name": null, "role": "AXImage", "description": null, "role_description": "image", "value": null, "position": "-391.00;-244.00", "size": "6;17", "children": []}, {"name": null, "role": "AXScrollArea", "description": null, "role_description": "scroll area", "value": 0, "position": "-391.00;-244.00", "size": "330;465", "children": [{"name": null, "role": "AXTable", "description": "table", "role_description": "table", "value": 0, "position": "-391.00;-244.00", "size": "328;463", "children": [{"name": null, "role": "AXRow", "description": "User defined, 0, 0", "role_description": "row", "value": 0, "position": "-391.00;-244.00", "size": "328;21", "children": [{"name": null, "role": "AXCell", "description": "User defined", "role_description": "cell", "value": 0, "position": "-391.00;-244.00", "size": "268;21", "children": [{"name": null, "role": "AXStaticText", "description": "User defined", "role_description": "text", "value": 0, "position": "-391.00;-244.00", "size": "268;21", "children": []}]}, {"name": null, "role": "AXCell", "description": null, "role_description": "cell", "value": 0, "position": "-391.00;-244.00", "size": "22;21", "children": [{"name": null, "role": "AXImage", "description": null, "role_description": "image", "value": 0, "position": "-391.00;-244.00", "size": "22;21", "children": []}]}, {"name": null, "role": "AXCell", "description": null, "role_description": "cell", "value": 0, "position": "-391.00;-244.00", "size": "38;21", "children": [{"name": null, "role": "AXCheckBox", "description": null, "role_description": "checkbox", "value": 0, "position": "-391.00;-244.00", "size": "38;21", "children": []}]}]}, {"name": null, "role": "AXRow", "description": "EditorConfig, 0, 1", "role_description": "row", "value": 0, "position": "-391.00;-244.00", "size": "328;21", "children": [{"name": null, "role": "AXCell", "description": "EditorConfig", "role_description": "cell", "value": 0, "position": "-391.00;-244.00", "size": "268;21", "children": [{"name": null, "role": "AXStaticText", "description": "EditorConfig", "role_description": "text", "value": 0, "position": "-391.00;-244.00", "size": "268;21", "children": []}]}, {"name": null, "role": "AXCell", "description": null, "role_description": "cell", "value": 0, "position": "-391.00;-244.00", "size": "22;21", "children": [{"name": null, "role": "AXImage", "description": null, "role_description": "image", "value": 0, "position": "-391.00;-244.00", "size": "22;21", "children": []}]}, {"name": null, "role": "AXCell", "description": null, "role_description": "cell", "value": 1, "position": "-391.00;-244.00", "size": "38;21", "children": [{"name": null, "role": "AXCheckBox", "description": null, "role_description": "checkbox", "value": 1, "position": "-391.00;-244.00", "size": "38;21", "children": []}]}]}, {"name": null, "role": "AXRow", "description": "General, 0, 0", "role_description": "row", "value": 0, "position": "-391.00;-244.00", "size": "328;21", "children": [{"name": null, "role": "AXCell", "description": "General", "role_description": "cell", "value": 0, "position": "-391.00;-244.00", "size": "268;21", "children": [{"name": null, "role": "AXStaticText", "description": "General", "role_description": "text", "value": 0, "position": "-391.00;-244.00", "size": "268;21", "children": []}]}, {"name": null, "role": "AXCell", "description": null, "role_description": "cell", "value": 0, "position": "-391.00;-244.00", "size": "22;21", "children": [{"name": null, "role": "AXImage", "description": null, "role_description": "image", "value": 0, "position": "-391.00;-244.00", "size": "22;21", "children": []}]}, {"name": null, "role": "AXCell", "description": null, "role_description": "cell", "value": 0, "position": "-391.00;-244.00", "size": "38;21", "children": [{"name": null, "role": "AXCheckBox", "description": null, "role_description": "checkbox", "value": 0, "position": "-391.00;-244.00", "size": "38;21", "children": []}]}]}, {"name": null, "role": "AXRow", "description": "HTML, 0, 1", "role_description": "row", "value": 0, "position": "-391.00;-244.00", "size": "328;21", "children": [{"name": null, "role": "AXCell", "description": "HTML", "role_description": "cell", "value": 0, "position": "-391.00;-244.00", "size": "268;21", "children": [{"name": null, "role": "AXStaticText", "description": "HTML", "role_description": "text", "value": 0, "position": "-391.00;-244.00", "size": "268;21", "children": []}]}, {"name": null, "role": "AXCell", "description": null, "role_description": "cell", "value": 0, "position": "-391.00;-244.00", "size": "22;21", "children": [{"name": null, "role": "AXImage", "description": null, "role_description": "image", "value": 0, "position": "-391.00;-244.00", "size": "22;21", "children": []}]}, {"name": null, "role": "AXCell", "description": null, "role_description": "cell", "value": 1, "position": "-391.00;-244.00", "size": "38;21", "children": [{"name": null, "role": "AXCheckBox", "description": null, "role_description": "checkbox", "value": 1, "position": "-391.00;-244.00", "size": "38;21", "children": []}]}]}, {"name": null, "role": "AXRow", "description": "Internationalization, 0, 1", "role_description": "row", "value": 0, "position": "-391.00;-244.00", "size": "328;21", "children": [{"name": null, "role": "AXCell", "description": "Internationalization", "role_description": "cell", "value": 0, "position": "-391.00;-244.00", "size": "268;21", "children": [{"name": null, "role": "AXStaticText", "description": "Internationalization", "role_description": "text", "value": 0, "position": "-391.00;-244.00", "size": "268;21", "children": []}]}, {"name": null, "role": "AXCell", "description": null, "role_description": "cell", "value": 0, "position": "-391.00;-244.00", "size": "22;21", "children": [{"name": null, "role": "AXImage", "description": null, "role_description": "image", "value": 0, "position": "-391.00;-244.00", "size": "22;21", "children": []}]}, {"name": null, "role": "AXCell", "description": null, "role_description": "cell", "value": 1, "position": "-391.00;-244.00", "size": "38;21", "children": [{"name": null, "role": "AXCheckBox", "description": null, "role_description": "checkbox", "value": 1, "position": "-391.00;-244.00", "size": "38;21", "children": []}]}]}, {"name": null, "role": "AXRow", "description": "JSON and JSON5, 0, 1", "role_description": "row", "value": 0, "position": "-391.00;-244.00", "size": "328;21", "children": [{"name": null, "role": "AXCell", "description": "JSON and JSON5", "role_description": "cell", "value": 0, "position": "-391.00;-244.00", "size": "268;21", "children": [{"name": null, "role": "AXStaticText", "description": "JSON and JSON5", "role_description": "text", "value": 0, "position": "-391.00;-244.00", "size": "268;21", "children": []}]}, {"name": null, "role": "AXCell", "description": null, "role_description": "cell", "value": 0, "position": "-391.00;-244.00", "size": "22;21", "children": [{"name": null, "role": "AXImage", "description": null, "role_description": "image", "value": 0, "position": "-391.00;-244.00", "size": "22;21", "children": []}]}, {"name": null, "role": "AXCell", "description": null, "role_description": "cell", "value": 1, "position": "-391.00;-244.00", "size": "38;21", "children": [{"name": null, "role": "AXCheckBox", "description": null, "role_description": "checkbox", "value": 1, "position": "-391.00;-244.00", "size": "38;21", "children": []}]}]}, {"name": null, "role": "AXRow", "description": "Markdown, 0, 1", "role_description": "row", "value": 0, "position": "-391.00;-244.00", "size": "328;21", "children": [{"name": null, "role": "AXCell", "description": "Markdown", "role_description": "cell", "value": 0, "position": "-391.00;-244.00", "size": "268;21", "children": [{"name": null, "role": "AXStaticText", "description": "Markdown", "role_description": "text", "value": 0, "position": "-391.00;-244.00", "size": "268;21", "children": []}]}, {"name": null, "role": "AXCell", "description": null, "role_description": "cell", "value": 0, "position": "-391.00;-244.00", "size": "22;21", "children": [{"name": null, "role": "AXImage", "description": null, "role_description": "image", "value": 0, "position": "-391.00;-244.00", "size": "22;21", "children": []}]}, {"name": null, "role": "AXCell", "description": null, "role_description": "cell", "value": 1, "position": "-391.00;-244.00", "size": "38;21", "children": [{"name": null, "role": "AXCheckBox", "description": null, "role_description": "checkbox", "value": 1, "position": "-391.00;-244.00", "size": "38;21", "children": []}]}]}, {"name": null, "role": "AXRow", "description": "Proofreading, 0, 1", "role_description": "row", "value": 0, "position": "-391.00;-244.00", "size": "328;21", "children": [{"name": null, "role": "AXCell", "description": "Proofreading", "role_description": "cell", "value": 0, "position": "-391.00;-244.00", "size": "268;21", "children": [{"name": null, "role": "AXStaticText", "description": "Proofreading", "role_description": "text", "value": 0, "position": "-391.00;-244.00", "size": "268;21", "children": []}]}, {"name": null, "role": "AXCell", "description": null, "role_description": "cell", "value": 0, "position": "-391.00;-244.00", "size": "22;21", "children": [{"name": null, "role": "AXImage", "description": null, "role_description": "image", "value": 0, "position": "-391.00;-244.00", "size": "22;21", "children": []}]}, {"name": null, "role": "AXCell", "description": null, "role_description": "cell", "value": 1, "position": "-391.00;-244.00", "size": "38;21", "children": [{"name": null, "role": "AXCheckBox", "description": null, "role_description": "checkbox", "value": 1, "position": "-391.00;-244.00", "size": "38;21", "children": []}]}]}, {"name": null, "role": "AXRow", "description": "Properties files, 0, 0", "role_description": "row", "value": 0, "position": "-391.00;-244.00", "size": "328;21", "children": [{"name": null, "role": "AXCell", "description": "Properties files", "role_description": "cell", "value": 0, "position": "-391.00;-244.00", "size": "268;21", "children": [{"name": null, "role": "AXStaticText", "description": "Properties files", "role_description": "text", "value": 0, "position": "-391.00;-244.00", "size": "268;21", "children": []}]}, {"name": null, "role": "AXCell", "description": null, "role_description": "cell", "value": 0, "position": "-391.00;-244.00", "size": "22;21", "children": [{"name": null, "role": "AXImage", "description": null, "role_description": "image", "value": 0, "position": "-391.00;-244.00", "size": "22;21", "children": []}]}, {"name": null, "role": "AXCell", "description": null, "role_description": "cell", "value": 0, "position": "-391.00;-244.00", "size": "38;21", "children": [{"name": null, "role": "AXCheckBox", "description": null, "role_description": "checkbox", "value": 0, "position": "-391.00;-244.00", "size": "38;21", "children": []}]}]}, {"name": null, "role": "AXRow", "description": "Python, 0, 0", "role_description": "row", "value": 0, "position": "-391.00;-244.00", "size": "328;21", "children": [{"name": null, "role": "AXCell", "description": "Python", "role_description": "cell", "value": 0, "position": "-391.00;-244.00", "size": "268;21", "children": [{"name": null, "role": "AXStaticText", "description": "Python", "role_description": "text", "value": 0, "position": "-391.00;-244.00", "size": "268;21", "children": []}]}, {"name": null, "role": "AXCell", "description": null, "role_description": "cell", "value": 0, "position": "-391.00;-244.00", "size": "22;21", "children": [{"name": null, "role": "AXImage", "description": null, "role_description": "image", "value": 0, "position": "-391.00;-244.00", "size": "22;21", "children": []}]}, {"name": null, "role": "AXCell", "description": null, "role_description": "cell", "value": 0, "position": "-391.00;-244.00", "size": "38;21", "children": [{"name": null, "role": "AXCheckBox", "description": null, "role_description": "checkbox", "value": 0, "position": "-391.00;-244.00", "size": "38;21", "children": []}]}]}, {"name": null, "role": "AXRow", "description": "Qodana, 0, 0", "role_description": "row", "value": 0, "position": "-391.00;-244.00", "size": "328;21", "children": [{"name": null, "role": "AXCell", "description": "Qodana", "role_description": "cell", "value": 0, "position": "-391.00;-244.00", "size": "268;21", "children": [{"name": null, "role": "AXStaticText", "description": "Qodana", "role_description": "text", "value": 0, "position": "-391.00;-244.00", "size": "268;21", "children": []}]}, {"name": null, "role": "AXCell", "description": null, "role_description": "cell", "value": 0, "position": "-391.00;-244.00", "size": "22;21", "children": [{"name": null, "role": "AXImage", "description": null, "role_description": "image", "value": 0, "position": "-391.00;-244.00", "size": "22;21", "children": []}]}, {"name": null, "role": "AXCell", "description": null, "role_description": "cell", "value": 0, "position": "-391.00;-244.00", "size": "38;21", "children": [{"name": null, "role": "AXCheckBox", "description": null, "role_description": "checkbox", "value": 0, "position": "-391.00;-244.00", "size": "38;21", "children": []}]}]}, {"name": null, "role": "AXRow", "description": "RegExp, 0, 0", "role_description": "row", "value": 0, "position": "-391.00;-244.00", "size": "328;21", "children": [{"name": null, "role": "AXCell", "description": "RegExp", "role_description": "cell", "value": 0, "position": "-391.00;-244.00", "size": "268;21", "children": [{"name": null, "role": "AXStaticText", "description": "RegExp", "role_description": "text", "value": 0, "position": "-391.00;-244.00", "size": "268;21", "children": []}]}, {"name": null, "role": "AXCell", "description": null, "role_description": "cell", "value": 0, "position": "-391.00;-244.00", "size": "22;21", "children": [{"name": null, "role": "AXImage", "description": null, "role_description": "image", "value": 0, "position": "-391.00;-244.00", "size": "22;21", "children": []}]}, {"name": null, "role": "AXCell", "description": null, "role_description": "cell", "value": 0, "position": "-391.00;-244.00", "size": "38;21", "children": [{"name": null, "role": "AXCheckBox", "description": null, "role_description": "checkbox", "value": 0, "position": "-391.00;-244.00", "size": "38;21", "children": []}]}]}, {"name": null, "role": "AXRow", "description": "RELAX NG, 0, 0", "role_description": "row", "value": 0, "position": "-391.00;-244.00", "size": "328;21", "children": [{"name": null, "role": "AXCell", "description": "RELAX NG", "role_description": "cell", "value": 0, "position": "-391.00;-244.00", "size": "268;21", "children": [{"name": null, "role": "AXStaticText", "description": "RELAX NG", "role_description": "text", "value": 0, "position": "-391.00;-244.00", "size": "268;21", "children": []}]}, {"name": null, "role": "AXCell", "description": null, "role_description": "cell", "value": 0, "position": "-391.00;-244.00", "size": "22;21", "children": [{"name": null, "role": "AXImage", "description": null, "role_description": "image", "value": 0, "position": "-391.00;-244.00", "size": "22;21", "children": []}]}, {"name": null, "role": "AXCell", "description": null, "role_description": "cell", "value": 0, "position": "-391.00;-244.00", "size": "38;21", "children": [{"name": null, "role": "AXCheckBox", "description": null, "role_description": "checkbox", "value": 0, "position": "-391.00;-244.00", "size": "38;21", "children": []}]}]}, {"name": null, "role": "AXRow", "description": "Requirements, 0, 1", "role_description": "row", "value": 0, "position": "-391.00;-244.00", "size": "328;21", "children": [{"name": null, "role": "AXCell", "description": "Requirements", "role_description": "cell", "value": 0, "position": "-391.00;-244.00", "size": "268;21", "children": [{"name": null, "role": "AXStaticText", "description": "Requirements", "role_description": "text", "value": 0, "position": "-391.00;-244.00", "size": "268;21", "children": []}]}, {"name": null, "role": "AXCell", "description": null, "role_description": "cell", "value": 0, "position": "-391.00;-244.00", "size": "22;21", "children": [{"name": null, "role": "AXImage", "description": null, "role_description": "image", "value": 0, "position": "-391.00;-244.00", "size": "22;21", "children": []}]}, {"name": null, "role": "AXCell", "description": null, "role_description": "cell", "value": 1, "position": "-391.00;-244.00", "size": "38;21", "children": [{"name": null, "role": "AXCheckBox", "description": null, "role_description": "checkbox", "value": 1, "position": "-391.00;-244.00", "size": "38;21", "children": []}]}]}, {"name": null, "role": "AXRow", "description": "ReST, 0, 0", "role_description": "row", "value": 0, "position": "-391.00;-244.00", "size": "328;21", "children": [{"name": null, "role": "AXCell", "description": "ReST", "role_description": "cell", "value": 0, "position": "-391.00;-244.00", "size": "268;21", "children": [{"name": null, "role": "AXStaticText", "description": "ReST", "role_description": "text", "value": 0, "position": "-391.00;-244.00", "size": "268;21", "children": []}]}, {"name": null, "role": "AXCell", "description": null, "role_description": "cell", "value": 0, "position": "-391.00;-244.00", "size": "22;21", "children": [{"name": null, "role": "AXImage", "description": null, "role_description": "image", "value": 0, "position": "-391.00;-244.00", "size": "22;21", "children": []}]}, {"name": null, "role": "AXCell", "description": null, "role_description": "cell", "value": 0, "position": "-391.00;-244.00", "size": "38;21", "children": [{"name": null, "role": "AXCheckBox", "description": null, "role_description": "checkbox", "value": 0, "position": "-391.00;-244.00", "size": "38;21", "children": []}]}]}, {"name": null, "role": "AXRow", "description": "Security, 0, 1", "role_description": "row", "value": 0, "position": "-391.00;-244.00", "size": "328;21", "children": [{"name": null, "role": "AXCell", "description": "Security", "role_description": "cell", "value": 0, "position": "-391.00;-244.00", "size": "268;21", "children": [{"name": null, "role": "AXStaticText", "description": "Security", "role_description": "text", "value": 0, "position": "-391.00;-244.00", "size": "268;21", "children": []}]}, {"name": null, "role": "AXCell", "description": null, "role_description": "cell", "value": 0, "position": "-391.00;-244.00", "size": "22;21", "children": [{"name": null, "role": "AXImage", "description": null, "role_description": "image", "value": 0, "position": "-391.00;-244.00", "size": "22;21", "children": []}]}, {"name": null, "role": "AXCell", "description": null, "role_description": "cell", "value": 1, "position": "-391.00;-244.00", "size": "38;21", "children": [{"name": null, "role": "AXCheckBox", "description": null, "role_description": "checkbox", "value": 1, "position": "-391.00;-244.00", "size": "38;21", "children": []}]}]}, {"name": null, "role": "AXRow", "description": "Shell script, 0, 1", "role_description": "row", "value": 0, "position": "-391.00;-244.00", "size": "328;21", "children": [{"name": null, "role": "AXCell", "description": "Shell script", "role_description": "cell", "value": 0, "position": "-391.00;-244.00", "size": "268;21", "children": [{"name": null, "role": "AXStaticText", "description": "Shell script", "role_description": "text", "value": 0, "position": "-391.00;-244.00", "size": "268;21", "children": []}]}, {"name": null, "role": "AXCell", "description": null, "role_description": "cell", "value": 0, "position": "-391.00;-244.00", "size": "22;21", "children": [{"name": null, "role": "AXImage", "description": null, "role_description": "image", "value": 0, "position": "-391.00;-244.00", "size": "22;21", "children": []}]}, {"name": null, "role": "AXCell", "description": null, "role_description": "cell", "value": 1, "position": "-391.00;-244.00", "size": "38;21", "children": [{"name": null, "role": "AXCheckBox", "description": null, "role_description": "checkbox", "value": 1, "position": "-391.00;-244.00", "size": "38;21", "children": []}]}]}, {"name": null, "role": "AXRow", "description": "TOML, 0, 1", "role_description": "row", "value": 0, "position": "-391.00;-244.00", "size": "328;21", "children": [{"name": null, "role": "AXCell", "description": "TOML", "role_description": "cell", "value": 0, "position": "-391.00;-244.00", "size": "268;21", "children": [{"name": null, "role": "AXStaticText", "description": "TOML", "role_description": "text", "value": 0, "position": "-391.00;-244.00", "size": "268;21", "children": []}]}, {"name": null, "role": "AXCell", "description": null, "role_description": "cell", "value": 0, "position": "-391.00;-244.00", "size": "22;21", "children": [{"name": null, "role": "AXImage", "description": null, "role_description": "image", "value": 0, "position": "-391.00;-244.00", "size": "22;21", "children": []}]}, {"name": null, "role": "AXCell", "description": null, "role_description": "cell", "value": 1, "position": "-391.00;-244.00", "size": "38;21", "children": [{"name": null, "role": "AXCheckBox", "description": null, "role_description": "checkbox", "value": 1, "position": "-391.00;-244.00", "size": "38;21", "children": []}]}]}, {"name": null, "role": "AXRow", "description": "Version control, 0, 1", "role_description": "row", "value": 0, "position": "-391.00;-244.00", "size": "328;21", "children": [{"name": null, "role": "AXCell", "description": "Version control", "role_description": "cell", "value": 0, "position": "-391.00;-244.00", "size": "268;21", "children": [{"name": null, "role": "AXStaticText", "description": "Version control", "role_description": "text", "value": 0, "position": "-391.00;-244.00", "size": "268;21", "children": []}]}, {"name": null, "role": "AXCell", "description": null, "role_description": "cell", "value": 0, "position": "-391.00;-244.00", "size": "22;21", "children": [{"name": null, "role": "AXImage", "description": null, "role_description": "image", "value": 0, "position": "-391.00;-244.00", "size": "22;21", "children": []}]}, {"name": null, "role": "AXCell", "description": null, "role_description": "cell", "value": 1, "position": "-391.00;-244.00", "size": "38;21", "children": [{"name": null, "role": "AXCheckBox", "description": null, "role_description": "checkbox", "value": 1, "position": "-391.00;-244.00", "size": "38;21", "children": []}]}]}, {"name": null, "role": "AXRow", "description": "XML, 0, 1", "role_description": "row", "value": 0, "position": "-391.00;-244.00", "size": "328;21", "children": [{"name": null, "role": "AXCell", "description": "XML", "role_description": "cell", "value": 0, "position": "-391.00;-244.00", "size": "268;21", "children": [{"name": null, "role": "AXStaticText", "description": "XML", "role_description": "text", "value": 0, "position": "-391.00;-244.00", "size": "268;21", "children": []}]}, {"name": null, "role": "AXCell", "description": null, "role_description": "cell", "value": 0, "position": "-391.00;-244.00", "size": "22;21", "children": [{"name": null, "role": "AXImage", "description": null, "role_description": "image", "value": 0, "position": "-391.00;-244.00", "size": "22;21", "children": []}]}, {"name": null, "role": "AXCell", "description": null, "role_description": "cell", "value": 1, "position": "-391.00;-244.00", "size": "38;21", "children": [{"name": null, "role": "AXCheckBox", "description": null, "role_description": "checkbox", "value": 1, "position": "-391.00;-244.00", "size": "38;21", "children": []}]}]}, {"name": null, "role": "AXRow", "description": "YAML, 0, 1", "role_description": "row", "value": 0, "position": "-391.00;-244.00", "size": "328;21", "children": [{"name": null, "role": "AXCell", "description": "YAML", "role_description": "cell", "value": 0, "position": "-391.00;-244.00", "size": "268;21", "children": [{"name": null, "role": "AXStaticText", "description": "YAML", "role_description": "text", "value": 0, "position": "-391.00;-244.00", "size": "268;21", "children": []}]}, {"name": null, "role": "AXCell", "description": null, "role_description": "cell", "value": 0, "position": "-391.00;-244.00", "size": "22;21", "children": [{"name": null, "role": "AXImage", "description": null, "role_description": "image", "value": 0, "position": "-391.00;-244.00", "size": "22;21", "children": []}]}, {"name": null, "role": "AXCell", "description": null, "role_description": "cell", "value": 1, "position": "-391.00;-244.00", "size": "38;21", "children": [{"name": null, "role": "AXCheckBox", "description": null, "role_description": "checkbox", "value": 1, "position": "-391.00;-244.00", "size": "38;21", "children": []}]}]}]}, {"name": null, "role": "AXScrollBar", "description": null, "role_description": "scroll bar", "value": 0, "position": "-391.00;-244.00", "size": "0;0", "children": []}, {"name": null, "role": "AXScrollBar", "description": null, "role_description": "scroll bar", "value": 0, "position": "-391.00;-244.00", "size": "0;0", "children": []}]}, {"name": null, "role": "AXScrollArea", "description": null, "role_description": "scroll area", "value": 0, "position": "-391.00;-244.00", "size": "329;232", "children": [{"name": null, "role": "AXTextField", "description": "text/html", "role_description": "text field", "value": "\nUse the + button in the toolbar to create a new inspection.", "position": "-391.00;-244.00", "size": "329;232", "children": [{"name": null, "role": "AXTextField", "description": "text/html", "role_description": "text field", "value": null, "position": "-391.00;-244.00", "size": "0;0", "children": []}, {"name": null, "role": "AXTextField", "description": "text/html", "role_description": "text field", "value": null, "position": "-391.00;-244.00", "size": "292;34", "children": []}, {"name": null, "role": "AXTextField", "description": "text/html", "role_description": "text field", "value": null, "position": "-391.00;-244.00", "size": "0;17", "children": []}]}, {"name": null, "role": "AXScrollBar", "description": null, "role_description": "scroll bar", "value": 0, "position": "-391.00;-244.00", "size": "0;0", "children": []}, {"name": null, "role": "AXScrollBar", "description": null, "role_description": "scroll bar", "value": 0, "position": "-391.00;-244.00", "size": "0;0", "children": []}]}, {"name": null, "role": "AXCheckBox", "description": "Disable new inspections by default", "role_description": "checkbox", "value": 0, "position": "-391.00;-244.00", "size": "679;25", "children": []}, {"name": null, "role": "AXTextField", "description": "Message text filter", "role_description": "text field", "value": "", "position": "-391.00;-244.00", "size": "180;34", "children": []}, {"name": null, "role": "AXGroup", "description": "Action Toolbar", "role_description": "group", "value": 0, "position": "-391.00;-244.00", "size": "177;34", "children": [{"name": null, "role": "AXButton", "description": "Filter Inspections", "role_description": "button", "value": null, "position": "-391.00;-244.00", "size": "26;24", "children": []}, {"name": null, "role": "AXButton", "description": "Expand All", "role_description": "button", "value": null, "position": "-391.00;-244.00", "size": "26;24", "children": []}, {"name": null, "role": "AXButton", "description": "Collapse All", "role_description": "button", "value": null, "position": "-391.00;-244.00", "size": "26;24", "children": []}, {"name": null, "role": "AXButton", "description": "Reset to Empty", "role_description": "button", "value": null, "position": "-391.00;-244.00", "size": "26;24", "children": []}, {"name": null, "role": "AXButton", "description": "Add Custom Inspection", "role_description": "button", "value": null, "position": "-391.00;-244.00", "size": "26;24", "children": []}, {"name": null, "role": "AXButton", "description": "Remove Custom Inspection", "role_description": "button", "value": null, "position": "-391.00;-244.00", "size": "26;24", "children": []}]}, {"name": null, "role": "AXImage", "description": null, "role_description": "image", "value": null, "position": "-391.00;-244.00", "size": "6;17", "children": []}, {"name": null, "role": "AXScrollArea", "description": null, "role_description": "scroll area", "value": 0, "position": "-391.00;-244.00", "size": "330;465", "children": [{"name": null, "role": "AXTable", "description": "table", "role_description": "table", "value": 0, "position": "-391.00;-244.00", "size": "328;463", "children": [{"name": null, "role": "AXRow", "description": "User defined, 0, 0", "role_description": "row", "value": 0, "position": "-391.00;-244.00", "size": "328;21", "children": [{"name": null, "role": "AXCell", "description": "User defined", "role_description": "cell", "value": 0, "position": "-391.00;-244.00", "size": "268;21", "children": [{"name": null, "role": "AXStaticText", "description": "User defined", "role_description": "text", "value": 0, "position": "-391.00;-244.00", "size": "268;21", "children": []}]}, {"name": null, "role": "AXCell", "description": null, "role_description": "cell", "value": 0, "position": "-391.00;-244.00", "size": "22;21", "children": [{"name": null, "role": "AXImage", "description": null, "role_description": "image", "value": 0, "position": "-391.00;-244.00", "size": "22;21", "children": []}]}, {"name": null, "role": "AXCell", "description": null, "role_description": "cell", "value": 0, "position": "-391.00;-244.00", "size": "38;21", "children": [{"name": null, "role": "AXCheckBox", "description": null, "role_description": "checkbox", "value": 0, "position": "-391.00;-244.00", "size": "38;21", "children": []}]}]}, {"name": null, "role": "AXRow", "description": "EditorConfig, 0, 1", "role_description": "row", "value": 0, "position": "-391.00;-244.00", "size": "328;21", "children": [{"name": null, "role": "AXCell", "description": "EditorConfig", "role_description": "cell", "value": 0, "position": "-391.00;-244.00", "size": "268;21", "children": [{"name": null, "role": "AXStaticText", "description": "EditorConfig", "role_description": "text", "value": 0, "position": "-391.00;-244.00", "size": "268;21", "children": []}]}, {"name": null, "role": "AXCell", "description": null, "role_description": "cell", "value": 0, "position": "-391.00;-244.00", "size": "22;21", "children": [{"name": null, "role": "AXImage", "description": null, "role_description": "image", "value": 0, "position": "-391.00;-244.00", "size": "22;21", "children": []}]}, {"name": null, "role": "AXCell", "description": null, "role_description": "cell", "value": 1, "position": "-391.00;-244.00", "size": "38;21", "children": [{"name": null, "role": "AXCheckBox", "description": null, "role_description": "checkbox", "value": 1, "position": "-391.00;-244.00", "size": "38;21", "children": []}]}]}, {"name": null, "role": "AXRow", "description": "General, 0, 0", "role_description": "row", "value": 0, "position": "-391.00;-244.00", "size": "328;21", "children": [{"name": null, "role": "AXCell", "description": "General", "role_description": "cell", "value": 0, "position": "-391.00;-244.00", "size": "268;21", "children": [{"name": null, "role": "AXStaticText", "description": "General", "role_description": "text", "value": 0, "position": "-391.00;-244.00", "size": "268;21", "children": []}]}, {"name": null, "role": "AXCell", "description": null, "role_description": "cell", "value": 0, "position": "-391.00;-244.00", "size": "22;21", "children": [{"name": null, "role": "AXImage", "description": null, "role_description": "image", "value": 0, "position": "-391.00;-244.00", "size": "22;21", "children": []}]}, {"name": null, "role": "AXCell", "description": null, "role_description": "cell", "value": 0, "position": "-391.00;-244.00", "size": "38;21", "children": [{"name": null, "role": "AXCheckBox", "description": null, "role_description": "checkbox", "value": 0, "position": "-391.00;-244.00", "size": "38;21", "children": []}]}]}, {"name": null, "role": "AXRow", "description": "HTML, 0, 1", "role_description": "row", "value": 0, "position": "-391.00;-244.00", "size": "328;21", "children": [{"name": null, "role": "AXCell", "description": "HTML", "role_description": "cell", "value": 0, "position": "-391.00;-244.00", "size": "268;21", "children": [{"name": null, "role": "AXStaticText", "description": "HTML", "role_description": "text", "value": 0, "position": "-391.00;-244.00", "size": "268;21", "children": []}]}, {"name": null, "role": "AXCell", "description": null, "role_description": "cell", "value": 0, "position": "-391.00;-244.00", "size": "22;21", "children": [{"name": null, "role": "AXImage", "description": null, "role_description": "image", "value": 0, "position": "-391.00;-244.00", "size": "22;21", "children": []}]}, {"name": null, "role": "AXCell", "description": null, "role_description": "cell", "value": 1, "position": "-391.00;-244.00", "size": "38;21", "children": [{"name": null, "role": "AXCheckBox", "description": null, "role_description": "checkbox", "value": 1, "position": "-391.00;-244.00", "size": "38;21", "children": []}]}]}, {"name": null, "role": "AXRow", "description": "Internationalization, 0, 1", "role_description": "row", "value": 0, "position": "-391.00;-244.00", "size": "328;21", "children": [{"name": null, "role": "AXCell", "description": "Internationalization", "role_description": "cell", "value": 0, "position": "-391.00;-244.00", "size": "268;21", "children": [{"name": null, "role": "AXStaticText", "description": "Internationalization", "role_description": "text", "value": 0, "position": "-391.00;-244.00", "size": "268;21", "children": []}]}, {"name": null, "role": "AXCell", "description": null, "role_description": "cell", "value": 0, "position": "-391.00;-244.00", "size": "22;21", "children": [{"name": null, "role": "AXImage", "description": null, "role_description": "image", "value": 0, "position": "-391.00;-244.00", "size": "22;21", "children": []}]}, {"name": null, "role": "AXCell", "description": null, "role_description": "cell", "value": 1, "position": "-391.00;-244.00", "size": "38;21", "children": [{"name": null, "role": "AXCheckBox", "description": null, "role_description": "checkbox", "value": 1, "position": "-391.00;-244.00", "size": "38;21", "children": []}]}]}, {"name": null, "role": "AXRow", "description": "JSON and JSON5, 0, 1", "role_description": "row", "value": 0, "position": "-391.00;-244.00", "size": "328;21", "children": [{"name": null, "role": "AXCell", "description": "JSON and JSON5", "role_description": "cell", "value": 0, "position": "-391.00;-244.00", "size": "268;21", "children": [{"name": null, "role": "AXStaticText", "description": "JSON and JSON5", "role_description": "text", "value": 0, "position": "-391.00;-244.00", "size": "268;21", "children": []}]}, {"name": null, "role": "AXCell", "description": null, "role_description": "cell", "value": 0, "position": "-391.00;-244.00", "size": "22;21", "children": [{"name": null, "role": "AXImage", "description": null, "role_description": "image", "value": 0, "position": "-391.00;-244.00", "size": "22;21", "children": []}]}, {"name": null, "role": "AXCell", "description": null, "role_description": "cell", "value": 1, "position": "-391.00;-244.00", "size": "38;21", "children": [{"name": null, "role": "AXCheckBox", "description": null, "role_description": "checkbox", "value": 1, "position": "-391.00;-244.00", "size": "38;21", "children": []}]}]}, {"name": null, "role": "AXRow", "description": "Markdown, 0, 1", "role_description": "row", "value": 0, "position": "-391.00;-244.00", "size": "328;21", "children": [{"name": null, "role": "AXCell", "description": "Markdown", "role_description": "cell", "value": 0, "position": "-391.00;-244.00", "size": "268;21", "children": [{"name": null, "role": "AXStaticText", "description": "Markdown", "role_description": "text", "value": 0, "position": "-391.00;-244.00", "size": "268;21", "children": []}]}, {"name": null, "role": "AXCell", "description": null, "role_description": "cell", "value": 0, "position": "-391.00;-244.00", "size": "22;21", "children": [{"name": null, "role": "AXImage", "description": null, "role_description": "image", "value": 0, "position": "-391.00;-244.00", "size": "22;21", "children": []}]}, {"name": null, "role": "AXCell", "description": null, "role_description": "cell", "value": 1, "position": "-391.00;-244.00", "size": "38;21", "children": [{"name": null, "role": "AXCheckBox", "description": null, "role_description": "checkbox", "value": 1, "position": "-391.00;-244.00", "size": "38;21", "children": []}]}]}, {"name": null, "role": "AXRow", "description": "Proofreading, 0, 1", "role_description": "row", "value": 0, "position": "-391.00;-244.00", "size": "328;21", "children": [{"name": null, "role": "AXCell", "description": "Proofreading", "role_description": "cell", "value": 0, "position": "-391.00;-244.00", "size": "268;21", "children": [{"name": null, "role": "AXStaticText", "description": "Proofreading", "role_description": "text", "value": 0, "position": "-391.00;-244.00", "size": "268;21", "children": []}]}, {"name": null, "role": "AXCell", "description": null, "role_description": "cell", "value": 0, "position": "-391.00;-244.00", "size": "22;21", "children": [{"name": null, "role": "AXImage", "description": null, "role_description": "image", "value": 0, "position": "-391.00;-244.00", "size": "22;21", "children": []}]}, {"name": null, "role": "AXCell", "description": null, "role_description": "cell", "value": 1, "position": "-391.00;-244.00", "size": "38;21", "children": [{"name": null, "role": "AXCheckBox", "description": null, "role_description": "checkbox", "value": 1, "position": "-391.00;-244.00", "size": "38;21", "children": []}]}]}, {"name": null, "role": "AXRow", "description": "Properties files, 0, 0", "role_description": "row", "value": 0, "position": "-391.00;-244.00", "size": "328;21", "children": [{"name": null, "role": "AXCell", "description": "Properties files", "role_description": "cell", "value": 0, "position": "-391.00;-244.00", "size": "268;21", "children": [{"name": null, "role": "AXStaticText", "description": "Properties files", "role_description": "text", "value": 0, "position": "-391.00;-244.00", "size": "268;21", "children": []}]}, {"name": null, "role": "AXCell", "description": null, "role_description": "cell", "value": 0, "position": "-391.00;-244.00", "size": "22;21", "children": [{"name": null, "role": "AXImage", "description": null, "role_description": "image", "value": 0, "position": "-391.00;-244.00", "size": "22;21", "children": []}]}, {"name": null, "role": "AXCell", "description": null, "role_description": "cell", "value": 0, "position": "-391.00;-244.00", "size": "38;21", "children": [{"name": null, "role": "AXCheckBox", "description": null, "role_description": "checkbox", "value": 0, "position": "-391.00;-244.00", "size": "38;21", "children": []}]}]}, {"name": null, "role": "AXRow", "description": "Python, 0, 0", "role_description": "row", "value": 0, "position": "-391.00;-244.00", "size": "328;21", "children": [{"name": null, "role": "AXCell", "description": "Python", "role_description": "cell", "value": 0, "position": "-391.00;-244.00", "size": "268;21", "children": [{"name": null, "role": "AXStaticText", "description": "Python", "role_description": "text", "value": 0, "position": "-391.00;-244.00", "size": "268;21", "children": []}]}, {"name": null, "role": "AXCell", "description": null, "role_description": "cell", "value": 0, "position": "-391.00;-244.00", "size": "22;21", "children": [{"name": null, "role": "AXImage", "description": null, "role_description": "image", "value": 0, "position": "-391.00;-244.00", "size": "22;21", "children": []}]}, {"name": null, "role": "AXCell", "description": null, "role_description": "cell", "value": 0, "position": "-391.00;-244.00", "size": "38;21", "children": [{"name": null, "role": "AXCheckBox", "description": null, "role_description": "checkbox", "value": 0, "position": "-391.00;-244.00", "size": "38;21", "children": []}]}]}, {"name": null, "role": "AXRow", "description": "Qodana, 0, 0", "role_description": "row", "value": 0, "position": "-391.00;-244.00", "size": "328;21", "children": [{"name": null, "role": "AXCell", "description": "Qodana", "role_description": "cell", "value": 0, "position": "-391.00;-244.00", "size": "268;21", "children": [{"name": null, "role": "AXStaticText", "description": "Qodana", "role_description": "text", "value": 0, "position": "-391.00;-244.00", "size": "268;21", "children": []}]}, {"name": null, "role": "AXCell", "description": null, "role_description": "cell", "value": 0, "position": "-391.00;-244.00", "size": "22;21", "children": [{"name": null, "role": "AXImage", "description": null, "role_description": "image", "value": 0, "position": "-391.00;-244.00", "size": "22;21", "children": []}]}, {"name": null, "role": "AXCell", "description": null, "role_description": "cell", "value": 0, "position": "-391.00;-244.00", "size": "38;21", "children": [{"name": null, "role": "AXCheckBox", "description": null, "role_description": "checkbox", "value": 0, "position": "-391.00;-244.00", "size": "38;21", "children": []}]}]}, {"name": null, "role": "AXRow", "description": "RegExp, 0, 0", "role_description": "row", "value": 0, "position": "-391.00;-244.00", "size": "328;21", "children": [{"name": null, "role": "AXCell", "description": "RegExp", "role_description": "cell", "value": 0, "position": "-391.00;-244.00", "size": "268;21", "children": [{"name": null, "role": "AXStaticText", "description": "RegExp", "role_description": "text", "value": 0, "position": "-391.00;-244.00", "size": "268;21", "children": []}]}, {"name": null, "role": "AXCell", "description": null, "role_description": "cell", "value": 0, "position": "-391.00;-244.00", "size": "22;21", "children": [{"name": null, "role": "AXImage", "description": null, "role_description": "image", "value": 0, "position": "-391.00;-244.00", "size": "22;21", "children": []}]}, {"name": null, "role": "AXCell", "description": null, "role_description": "cell", "value": 0, "position": "-391.00;-244.00", "size": "38;21", "children": [{"name": null, "role": "AXCheckBox", "description": null, "role_description": "checkbox", "value": 0, "position": "-391.00;-244.00", "size": "38;21", "children": []}]}]}, {"name": null, "role": "AXRow", "description": "RELAX NG, 0, 0", "role_description": "row", "value": 0, "position": "-391.00;-244.00", "size": "328;21", "children": [{"name": null, "role": "AXCell", "description": "RELAX NG", "role_description": "cell", "value": 0, "position": "-391.00;-244.00", "size": "268;21", "children": [{"name": null, "role": "AXStaticText", "description": "RELAX NG", "role_description": "text", "value": 0, "position": "-391.00;-244.00", "size": "268;21", "children": []}]}, {"name": null, "role": "AXCell", "description": null, "role_description": "cell", "value": 0, "position": "-391.00;-244.00", "size": "22;21", "children": [{"name": null, "role": "AXImage", "description": null, "role_description": "image", "value": 0, "position": "-391.00;-244.00", "size": "22;21", "children": []}]}, {"name": null, "role": "AXCell", "description": null, "role_description": "cell", "value": 0, "position": "-391.00;-244.00", "size": "38;21", "children": [{"name": null, "role": "AXCheckBox", "description": null, "role_description": "checkbox", "value": 0, "position": "-391.00;-244.00", "size": "38;21", "children": []}]}]}, {"name": null, "role": "AXRow", "description": "Requirements, 0, 1", "role_description": "row", "value": 0, "position": "-391.00;-244.00", "size": "328;21", "children": [{"name": null, "role": "AXCell", "description": "Requirements", "role_description": "cell", "value": 0, "position": "-391.00;-244.00", "size": "268;21", "children": [{"name": null, "role": "AXStaticText", "description": "Requirements", "role_description": "text", "value": 0, "position": "-391.00;-244.00", "size": "268;21", "children": []}]}, {"name": null, "role": "AXCell", "description": null, "role_description": "cell", "value": 0, "position": "-391.00;-244.00", "size": "22;21", "children": [{"name": null, "role": "AXImage", "description": null, "role_description": "image", "value": 0, "position": "-391.00;-244.00", "size": "22;21", "children": []}]}, {"name": null, "role": "AXCell", "description": null, "role_description": "cell", "value": 1, "position": "-391.00;-244.00", "size": "38;21", "children": [{"name": null, "role": "AXCheckBox", "description": null, "role_description": "checkbox", "value": 1, "position": "-391.00;-244.00", "size": "38;21", "children": []}]}]}, {"name": null, "role": "AXRow", "description": "ReST, 0, 0", "role_description": "row", "value": 0, "position": "-391.00;-244.00", "size": "328;21", "children": [{"name": null, "role": "AXCell", "description": "ReST", "role_description": "cell", "value": 0, "position": "-391.00;-244.00", "size": "268;21", "children": [{"name": null, "role": "AXStaticText", "description": "ReST", "role_description": "text", "value": 0, "position": "-391.00;-244.00", "size": "268;21", "children": []}]}, {"name": null, "role": "AXCell", "description": null, "role_description": "cell", "value": 0, "position": "-391.00;-244.00", "size": "22;21", "children": [{"name": null, "role": "AXImage", "description": null, "role_description": "image", "value": 0, "position": "-391.00;-244.00", "size": "22;21", "children": []}]}, {"name": null, "role": "AXCell", "description": null, "role_description": "cell", "value": 0, "position": "-391.00;-244.00", "size": "38;21", "children": [{"name": null, "role": "AXCheckBox", "description": null, "role_description": "checkbox", "value": 0, "position": "-391.00;-244.00", "size": "38;21", "children": []}]}]}, {"name": null, "role": "AXRow", "description": "Security, 0, 1", "role_description": "row", "value": 0, "position": "-391.00;-244.00", "size": "328;21", "children": [{"name": null, "role": "AXCell", "description": "Security", "role_description": "cell", "value": 0, "position": "-391.00;-244.00", "size": "268;21", "children": [{"name": null, "role": "AXStaticText", "description": "Security", "role_description": "text", "value": 0, "position": "-391.00;-244.00", "size": "268;21", "children": []}]}, {"name": null, "role": "AXCell", "description": null, "role_description": "cell", "value": 0, "position": "-391.00;-244.00", "size": "22;21", "children": [{"name": null, "role": "AXImage", "description": null, "role_description": "image", "value": 0, "position": "-391.00;-244.00", "size": "22;21", "children": []}]}, {"name": null, "role": "AXCell", "description": null, "role_description": "cell", "value": 1, "position": "-391.00;-244.00", "size": "38;21", "children": [{"name": null, "role": "AXCheckBox", "description": null, "role_description": "checkbox", "value": 1, "position": "-391.00;-244.00", "size": "38;21", "children": []}]}]}, {"name": null, "role": "AXRow", "description": "Shell script, 0, 1", "role_description": "row", "value": 0, "position": "-391.00;-244.00", "size": "328;21", "children": [{"name": null, "role": "AXCell", "description": "Shell script", "role_description": "cell", "value": 0, "position": "-391.00;-244.00", "size": "268;21", "children": [{"name": null, "role": "AXStaticText", "description": "Shell script", "role_description": "text", "value": 0, "position": "-391.00;-244.00", "size": "268;21", "children": []}]}, {"name": null, "role": "AXCell", "description": null, "role_description": "cell", "value": 0, "position": "-391.00;-244.00", "size": "22;21", "children": [{"name": null, "role": "AXImage", "description": null, "role_description": "image", "value": 0, "position": "-391.00;-244.00", "size": "22;21", "children": []}]}, {"name": null, "role": "AXCell", "description": null, "role_description": "cell", "value": 1, "position": "-391.00;-244.00", "size": "38;21", "children": [{"name": null, "role": "AXCheckBox", "description": null, "role_description": "checkbox", "value": 1, "position": "-391.00;-244.00", "size": "38;21", "children": []}]}]}, {"name": null, "role": "AXRow", "description": "TOML, 0, 1", "role_description": "row", "value": 0, "position": "-391.00;-244.00", "size": "328;21", "children": [{"name": null, "role": "AXCell", "description": "TOML", "role_description": "cell", "value": 0, "position": "-391.00;-244.00", "size": "268;21", "children": [{"name": null, "role": "AXStaticText", "description": "TOML", "role_description": "text", "value": 0, "position": "-391.00;-244.00", "size": "268;21", "children": []}]}, {"name": null, "role": "AXCell", "description": null, "role_description": "cell", "value": 0, "position": "-391.00;-244.00", "size": "22;21", "children": [{"name": null, "role": "AXImage", "description": null, "role_description": "image", "value": 0, "position": "-391.00;-244.00", "size": "22;21", "children": []}]}, {"name": null, "role": "AXCell", "description": null, "role_description": "cell", "value": 1, "position": "-391.00;-244.00", "size": "38;21", "children": [{"name": null, "role": "AXCheckBox", "description": null, "role_description": "checkbox", "value": 1, "position": "-391.00;-244.00", "size": "38;21", "children": []}]}]}, {"name": null, "role": "AXRow", "description": "Version control, 0, 1", "role_description": "row", "value": 0, "position": "-391.00;-244.00", "size": "328;21", "children": [{"name": null, "role": "AXCell", "description": "Version control", "role_description": "cell", "value": 0, "position": "-391.00;-244.00", "size": "268;21", "children": [{"name": null, "role": "AXStaticText", "description": "Version control", "role_description": "text", "value": 0, "position": "-391.00;-244.00", "size": "268;21", "children": []}]}, {"name": null, "role": "AXCell", "description": null, "role_description": "cell", "value": 0, "position": "-391.00;-244.00", "size": "22;21", "children": [{"name": null, "role": "AXImage", "description": null, "role_description": "image", "value": 0, "position": "-391.00;-244.00", "size": "22;21", "children": []}]}, {"name": null, "role": "AXCell", "description": null, "role_description": "cell", "value": 1, "position": "-391.00;-244.00", "size": "38;21", "children": [{"name": null, "role": "AXCheckBox", "description": null, "role_description": "checkbox", "value": 1, "position": "-391.00;-244.00", "size": "38;21", "children": []}]}]}, {"name": null, "role": "AXRow", "description": "XML, 0, 1", "role_description": "row", "value": 0, "position": "-391.00;-244.00", "size": "328;21", "children": [{"name": null, "role": "AXCell", "description": "XML", "role_description": "cell", "value": 0, "position": "-391.00;-244.00", "size": "268;21", "children": [{"name": null, "role": "AXStaticText", "description": "XML", "role_description": "text", "value": 0, "position": "-391.00;-244.00", "size": "268;21", "children": []}]}, {"name": null, "role": "AXCell", "description": null, "role_description": "cell", "value": 0, "position": "-391.00;-244.00", "size": "22;21", "children": [{"name": null, "role": "AXImage", "description": null, "role_description": "image", "value": 0, "position": "-391.00;-244.00", "size": "22;21", "children": []}]}, {"name": null, "role": "AXCell", "description": null, "role_description": "cell", "value": 1, "position": "-391.00;-244.00", "size": "38;21", "children": [{"name": null, "role": "AXCheckBox", "description": null, "role_description": "checkbox", "value": 1, "position": "-391.00;-244.00", "size": "38;21", "children": []}]}]}, {"name": null, "role": "AXRow", "description": "YAML, 0, 1", "role_description": "row", "value": 0, "position": "-391.00;-244.00", "size": "328;21", "children": [{"name": null, "role": "AXCell", "description": "YAML", "role_description": "cell", "value": 0, "position": "-391.00;-244.00", "size": "268;21", "children": [{"name": null, "role": "AXStaticText", "description": "YAML", "role_description": "text", "value": 0, "position": "-391.00;-244.00", "size": "268;21", "children": []}]}, {"name": null, "role": "AXCell", "description": null, "role_description": "cell", "value": 0, "position": "-391.00;-244.00", "size": "22;21", "children": [{"name": null, "role": "AXImage", "description": null, "role_description": "image", "value": 0, "position": "-391.00;-244.00", "size": "22;21", "children": []}]}, {"name": null, "role": "AXCell", "description": null, "role_description": "cell", "value": 1, "position": "-391.00;-244.00", "size": "38;21", "children": [{"name": null, "role": "AXCheckBox", "description": null, "role_description": "checkbox", "value": 1, "position": "-391.00;-244.00", "size": "38;21", "children": []}]}]}]}, {"name": null, "role": "AXScrollBar", "description": null, "role_description": "scroll bar", "value": 0, "position": "-391.00;-244.00", "size": "0;0", "children": []}, {"name": null, "role": "AXScrollBar", "description": null, "role_description": "scroll bar", "value": 0, "position": "-391.00;-244.00", "size": "0;0", "children": []}]}, {"name": null, "role": "AXScrollArea", "description": null, "role_description": "scroll area", "value": 0, "position": "-391.00;-244.00", "size": "329;232", "children": [{"name": null, "role": "AXTextField", "description": "text/html", "role_description": "text field", "value": "\nUse the + button in the toolbar to create a new inspection.", "position": "-391.00;-244.00", "size": "329;232", "children": [{"name": null, "role": "AXTextField", "description": "text/html", "role_description": "text field", "value": null, "position": "-391.00;-244.00", "size": "0;0", "children": []}, {"name": null, "role": "AXTextField", "description": "text/html", "role_description": "text field", "value": null, "position": "-391.00;-244.00", "size": "292;34", "children": []}, {"name": null, "role": "AXTextField", "description": "text/html", "role_description": "text field", "value": null, "position": "-391.00;-244.00", "size": "0;17", "children": []}]}, {"name": null, "role": "AXScrollBar", "description": null, "role_description": "scroll bar", "value": 0, "position": "-391.00;-244.00", "size": "0;0", "children": []}, {"name": null, "role": "AXScrollBar", "description": null, "role_description": "scroll bar", "value": 0, "position": "-391.00;-244.00", "size": "0;0", "children": []}]}, {"name": null, "role": "AXCheckBox", "description": "Disable new inspections by default", "role_description": "checkbox", "value": 0, "position": "-391.00;-244.00", "size": "679;25", "children": []}, {"name": null, "role": "AXStaticText", "description": "Profile:", "role_description": "text", "value": "Profile:", "position": "-391.00;-244.00", "size": "43;17", "children": []}, {"name": null, "role": "AXPopUpButton", "description": null, "role_description": "pop up button", "value": "Default", "position": "-391.00;-244.00", "size": "200;34", "children": [{"name": null, "role": "AXPopUpButton", "description": null, "role_description": "pop up button", "value": null, "position": "-391.00;-244.00", "size": "0;0", "children": []}]}, {"name": null, "role": "AXTextField", "description": null, "role_description": "text field", "value": "", "position": "-391.00;-244.00", "size": "200;34", "children": []}, {"name": null, "role": "AXGroup", "description": "Action Toolbar", "role_description": "group", "value": 0, "position": "-391.00;-244.00", "size": "26;34", "children": [{"name": null, "role": "AXButton", "description": "Show Scheme Actions", "role_description": "button", "value": null, "position": "-391.00;-244.00", "size": "26;24", "children": []}]}, {"name": null, "role": "AXTextField", "description": null, "role_description": "text field", "value": "", "position": "-391.00;-244.00", "size": "386;34", "children": []}, {"name": null, "role": "AXStaticText", "description": "", "role_description": "text", "value": "", "position": "-391.00;-244.00", "size": "386;34", "children": []}, {"name": null, "role": "AXStaticText", "description": "", "role_description": "text", "value": "", "position": "-391.00;-244.00", "size": "386;34", "children": []}, {"name": null, "role": "AXStaticText", "description": "Scheme:", "role_description": "text", "value": "Scheme:", "position": "-391.00;-244.00", "size": "53;17", "children": []}, {"name": null, "role": "AXPopUpButton", "description": null, "role_description": "pop up button", "value": "Default", "position": "-391.00;-244.00", "size": "200;34", "children": [{"name": null, "role": "AXPopUpButton", "description": null, "role_description": "pop up button", "value": null, "position": "-391.00;-244.00", "size": "0;0", "children": []}]}, {"name": null, "role": "AXTextField", "description": null, "role_description": "text field", "value": "", "position": "-391.00;-244.00", "size": "200;34", "children": []}, {"name": null, "role": "AXGroup", "description": "", "role_description": "group", "value": 0, "position": "-391.00;-244.00", "size": "0;34", "children": []}, {"name": null, "role": "AXStaticText", "description": "", "role_description": "text", "value": "", "position": "-391.00;-244.00", "size": "0;0", "children": []}, {"name": null, "role": "AXTabGroup", "description": "Files", "role_description": "tab group", "value": "{\n    \"name\": null,\n    \"role\": \"No role\",\n    \"description\": \"\",\n    \"role_description\": \"\",\n    \"value\": null,\n    \"position\": \"\",\n    \"size\": \"\",\n    \"children\": []\n}", "position": "-391.00;-244.00", "size": "711;31", "children": [{"name": null, "role": "No role", "description": "", "role_description": "", "value": null, "position": "", "size": "", "children": []}, {"name": null, "role": "No role", "description": "", "role_description": "", "value": null, "position": "", "size": "", "children": []}, {"name": null, "role": "No role", "description": "", "role_description": "", "value": null, "position": "", "size": "", "children": []}, {"name": null, "role": "No role", "description": "", "role_description": "", "value": null, "position": "", "size": "", "children": []}, {"name": null, "role": "No role", "description": "", "role_description": "", "value": null, "position": "", "size": "", "children": []}, {"name": null, "role": "No role", "description": "", "role_description": "", "value": null, "position": "", "size": "", "children": []}]}, {"name": null, "role": "AXImage", "description": null, "role_description": "image", "value": null, "position": "-391.00;-244.00", "size": "6;17", "children": []}, {"name": null, "role": "AXGroup", "description": "Action Toolbar", "role_description": "group", "value": 0, "position": "-391.00;-244.00", "size": "200;25", "children": [{"name": null, "role": "AXButton", "description": "Create Template", "role_description": "button", "value": null, "position": "-391.00;-244.00", "size": "26;24", "children": []}, {"name": null, "role": "AXButton", "description": "Create Child Template File", "role_description": "button", "value": null, "position": "-391.00;-244.00", "size": "26;24", "children": []}, {"name": null, "role": "AXButton", "description": "Remove Template", "role_description": "button", "value": null, "position": "-391.00;-244.00", "size": "26;24", "children": []}, {"name": null, "role": "AXButton", "description": "Copy Template", "role_description": "button", "value": null, "position": "-391.00;-244.00", "size": "26;24", "children": []}, {"name": null, "role": "AXButton", "description": "Revert to Original Template", "role_description": "button", "value": null, "position": "-391.00;-244.00", "size": "26;24", "children": []}]}, {"name": null, "role": "AXScrollArea", "description": null, "role_description": "scroll area", "value": 0, "position": "-391.00;-244.00", "size": "200;474", "children": [{"name": null, "role": "AXList", "description": "list", "role_description": "list", "value": 0, "position": "-391.00;-244.00", "size": "198;472", "children": [{"name": null, "role": "AXRow", "description": "HTML File", "role_description": "row", "value": 0, "position": "-391.00;-244.00", "size": "198;24", "children": [{"name": null, "role": "AXStaticText", "description": "HTML File", "role_description": "text", "value": 0, "position": "-391.00;-244.00", "size": "198;24", "children": []}]}, {"name": null, "role": "AXRow", "description": "XML Properties File", "role_description": "row", "value": 0, "position": "-391.00;-244.00", "size": "198;24", "children": [{"name": null, "role": "AXStaticText", "description": "XML Properties File", "role_description": "text", "value": 0, "position": "-391.00;-244.00", "size": "198;24", "children": []}]}, {"name": null, "role": "AXRow", "description": "Python Script", "role_description": "row", "value": 0, "position": "-391.00;-244.00", "size": "198;24", "children": [{"name": null, "role": "AXStaticText", "description": "Python Script", "role_description": "text", "value": 0, "position": "-391.00;-244.00", "size": "198;24", "children": []}]}, {"name": null, "role": "AXRow", "description": "Python Stub", "role_description": "row", "value": 0, "position": "-391.00;-244.00", "size": "198;24", "children": [{"name": null, "role": "AXStaticText", "description": "Python Stub", "role_description": "text", "value": 0, "position": "-391.00;-244.00", "size": "198;24", "children": []}]}, {"name": null, "role": "AXRow", "description": "Python Unit Test", "role_description": "row", "value": 0, "position": "-391.00;-244.00", "size": "198;24", "children": [{"name": null, "role": "AXStaticText", "description": "Python Unit Test", "role_description": "text", "value": 0, "position": "-391.00;-244.00", "size": "198;24", "children": []}]}, {"name": null, "role": "AXRow", "description": "Setup Script", "role_description": "row", "value": 0, "position": "-391.00;-244.00", "size": "198;24", "children": [{"name": null, "role": "AXStaticText", "description": "Setup Script", "role_description": "text", "value": 0, "position": "-391.00;-244.00", "size": "198;24", "children": []}]}]}, {"name": null, "role": "AXScrollBar", "description": null, "role_description": "scroll bar", "value": 0, "position": "-391.00;-244.00", "size": "0;0", "children": []}, {"name": null, "role": "AXScrollBar", "description": null, "role_description": "scroll bar", "value": 0, "position": "-391.00;-244.00", "size": "0;0", "children": []}]}, {"name": null, "role": "AXScrollArea", "description": null, "role_description": "scroll area", "value": 0, "position": "-391.00;-244.00", "size": "200;474", "children": [{"name": null, "role": "AXList", "description": "list", "role_description": "list", "value": 0, "position": "-391.00;-244.00", "size": "198;472", "children": []}, {"name": null, "role": "AXScrollBar", "description": null, "role_description": "scroll bar", "value": 0, "position": "-391.00;-244.00", "size": "0;0", "children": []}, {"name": null, "role": "AXScrollBar", "description": null, "role_description": "scroll bar", "value": 0, "position": "-391.00;-244.00", "size": "0;0", "children": []}]}, {"name": null, "role": "AXScrollArea", "description": null, "role_description": "scroll area", "value": 0, "position": "-391.00;-244.00", "size": "200;474", "children": [{"name": null, "role": "AXList", "description": "list", "role_description": "list", "value": 0, "position": "-391.00;-244.00", "size": "198;472", "children": []}, {"name": null, "role": "AXScrollBar", "description": null, "role_description": "scroll bar", "value": 0, "position": "-391.00;-244.00", "size": "0;0", "children": []}, {"name": null, "role": "AXScrollBar", "description": null, "role_description": "scroll bar", "value": 0, "position": "-391.00;-244.00", "size": "0;0", "children": []}]}, {"name": null, "role": "AXImage", "description": null, "role_description": "image", "value": null, "position": "-391.00;-244.00", "size": "17;6", "children": []}, {"name": null, "role": "AXStaticText", "description": "Description:", "role_description": "text", "value": "Description:", "position": "-391.00;-244.00", "size": "74;17", "children": []}, {"name": null, "role": "AXScrollArea", "description": null, "role_description": "scroll area", "value": 0, "position": "-391.00;-244.00", "size": "481;175", "children": [{"name": null, "role": "AXScrollBar", "description": null, "role_description": "scroll bar", "value": 0, "position": "-391.00;-244.00", "size": "14;173", "children": []}, {"name": null, "role": "AXScrollBar", "description": null, "role_description": "scroll bar", "value": 0, "position": "-391.00;-244.00", "size": "0;0", "children": []}, {"name": null, "role": "AXTextField", "description": "text/html", "role_description": "text field", "value": "\nIn file templates, you can use text, code, comments, and predefined variables. A list of predefined variables is available below. When you use these variables in templates, they expand into corresponding values later in the editor.  It is also possible to specify custom variables. Custom variables use the following format: ${VARIABLE_NAME}, where VARIABLE_NAME is a name for your variable (for example, ${MY_CUSTOM_FUNCTION_NAME}). Before the IDE creates a new file with custom variables, you see a dialog where you can define values for custom variables in the template.  By using the #parse directive, you can include templates from the Includes tab. To include a template, specify the full name of the template as a parameter in quotation marks (for example, #parse(\"File Header\"). \nList of predefined variables\n${DATE}\n \nCurrent system date\n${DAY}\n \nCurrent day of the month\n${DAY_NAME_SHORT}\n \nFirst three letters of the current day name (Mon, Tue, and so on)\n${DAY_NAME_FULL}\n \nFull name of the current day (Monday, Tuesday, and so on)\n${DIR_PATH}\n \nPath to the directory of the new file (relative to the project root)\n${DS}\n \nDollar sign ($). This variable is used to escape the dollar character, so that it is not treated as a prefix of a template variable.\n${FILE_NAME}\n \nName of the new file\n${HOUR}\n \nCurrent hour\n${MINUTE}\n \nCurrent minute\n${SECOND}\n \nCurrent second\n${MONTH}\n \nCurrent month\n${MONTH_NAME_SHORT}\n \nThe first 3 letters of the current month name (Jan, Feb, and so on)\n${MONTH_NAME_FULL}\n \nFull name of the current month (January, February, and so on)\n${NAME}\n \nName of the new entity (file, type, interface, and so on)\n${ORGANIZATION_NAME}\n \nName of your organization specified in the project settings\n${PRODUCT_NAME}\n \nName of the IDE\n${PROJECT_NAME}\n \nName of the current project\n${TIME}\n \nCurrent system time\n${USER}\n \nSystem login name of the current user\n${YEAR}\n \nCurrent year\n Apache Velocity template language is used", "position": "-391.00;-244.00", "size": "479;920", "children": [{"name": null, "role": "AXTextField", "description": "text/html", "role_description": "text field", "value": null, "position": "-391.00;-244.00", "size": "0;0", "children": []}, {"name": null, "role": "AXTable", "description": "table", "role_description": "table", "value": 0, "position": "-391.00;-244.00", "size": "478;209", "children": [{"name": null, "role": "AXRow", "description": "text/html", "role_description": "row", "value": 0, "position": "-391.00;-244.00", "size": "0;17", "children": [{"name": null, "role": "AXTextField", "description": "text/html", "role_description": "text field", "value": null, "position": "-391.00;-244.00", "size": "0;17", "children": []}]}]}, {"name": null, "role": "AXTable", "description": "table", "role_description": "table", "value": 0, "position": "-391.00;-244.00", "size": "478;688", "children": [{"name": null, "role": "AXRow", "description": "text/html, text/html, text/html", "role_description": "row", "value": 0, "position": "-391.00;-244.00", "size": "0;17", "children": [{"name": null, "role": "AXTextField", "description": "text/html", "role_description": "text field", "value": null, "position": "-391.00;-244.00", "size": "0;17", "children": []}, {"name": null, "role": "AXTextField", "description": "text/html", "role_description": "text field", "value": null, "position": "-391.00;-244.00", "size": "0;17", "children": []}, {"name": null, "role": "AXTextField", "description": "text/html", "role_description": "text field", "value": null, "position": "-391.00;-244.00", "size": "0;17", "children": []}]}, {"name": null, "role": "AXRow", "description": "text/html, text/html, text/html", "role_description": "row", "value": 0, "position": "-391.00;-244.00", "size": "0;17", "children": [{"name": null, "role": "AXTextField", "description": "text/html", "role_description": "text field", "value": null, "position": "-391.00;-244.00", "size": "0;17", "children": []}, {"name": null, "role": "AXTextField", "description": "text/html", "role_description": "text field", "value": null, "position": "-391.00;-244.00", "size": "0;17", "children": []}, {"name": null, "role": "AXTextField", "description": "text/html", "role_description": "text field", "value": null, "position": "-391.00;-244.00", "size": "0;17", "children": []}]}, {"name": null, "role": "AXRow", "description": "text/html, text/html, text/html", "role_description": "row", "value": 0, "position": "-391.00;-244.00", "size": "0;17", "children": [{"name": null, "role": "AXTextField", "description": "text/html", "role_description": "text field", "value": null, "position": "-391.00;-244.00", "size": "0;17", "children": []}, {"name": null, "role": "AXTextField", "description": "text/html", "role_description": "text field", "value": null, "position": "-391.00;-244.00", "size": "0;17", "children": []}, {"name": null, "role": "AXTextField", "description": "text/html", "role_description": "text field", "value": null, "position": "-391.00;-244.00", "size": "0;17", "children": []}]}, {"name": null, "role": "AXRow", "description": "text/html, text/html, text/html", "role_description": "row", "value": 0, "position": "-391.00;-244.00", "size": "0;17", "children": [{"name": null, "role": "AXCell", "description": "text/html", "role_description": "cell", "value": 0, "position": "-391.00;-244.00", "size": "0;17", "children": [{"name": null, "role": "AXTextField", "description": "text/html", "role_description": "text field", "value": 0, "position": "-391.00;-244.00", "size": "0;17", "children": []}]}, {"name": null, "role": "AXCell", "description": "text/html", "role_description": "cell", "value": 0, "position": "-391.00;-244.00", "size": "0;17", "children": [{"name": null, "role": "AXTextField", "description": "text/html", "role_description": "text field", "value": 0, "position": "-391.00;-244.00", "size": "0;17", "children": []}]}, {"name": null, "role": "AXCell", "description": "text/html", "role_description": "cell", "value": 0, "position": "-391.00;-244.00", "size": "0;17", "children": [{"name": null, "role": "AXTextField", "description": "text/html", "role_description": "text field", "value": 0, "position": "-391.00;-244.00", "size": "0;17", "children": []}]}]}, {"name": null, "role": "AXRow", "description": "text/html, text/html, text/html", "role_description": "row", "value": 0, "position": "-391.00;-244.00", "size": "0;17", "children": [{"name": null, "role": "AXCell", "description": "text/html", "role_description": "cell", "value": 0, "position": "-391.00;-244.00", "size": "0;17", "children": [{"name": null, "role": "AXTextField", "description": "text/html", "role_description": "text field", "value": 0, "position": "-391.00;-244.00", "size": "0;17", "children": []}]}, {"name": null, "role": "AXCell", "description": "text/html", "role_description": "cell", "value": 0, "position": "-391.00;-244.00", "size": "0;17", "children": [{"name": null, "role": "AXTextField", "description": "text/html", "role_description": "text field", "value": 0, "position": "-391.00;-244.00", "size": "0;17", "children": []}]}, {"name": null, "role": "AXCell", "description": "text/html", "role_description": "cell", "value": 0, "position": "-391.00;-244.00", "size": "0;17", "children": [{"name": null, "role": "AXTextField", "description": "text/html", "role_description": "text field", "value": 0, "position": "-391.00;-244.00", "size": "0;17", "children": []}]}]}, {"name": null, "role": "AXRow", "description": "text/html, text/html, text/html", "role_description": "row", "value": 0, "position": "-391.00;-244.00", "size": "0;17", "children": [{"name": null, "role": "AXCell", "description": "text/html", "role_description": "cell", "value": 0, "position": "-391.00;-244.00", "size": "0;17", "children": [{"name": null, "role": "AXTextField", "description": "text/html", "role_description": "text field", "value": 0, "position": "-391.00;-244.00", "size": "0;17", "children": []}]}, {"name": null, "role": "AXCell", "description": "text/html", "role_description": "cell", "value": 0, "position": "-391.00;-244.00", "size": "0;17", "children": [{"name": null, "role": "AXTextField", "description": "text/html", "role_description": "text field", "value": 0, "position": "-391.00;-244.00", "size": "0;17", "children": []}]}, {"name": null, "role": "AXCell", "description": "text/html", "role_description": "cell", "value": 0, "position": "-391.00;-244.00", "size": "0;17", "children": [{"name": null, "role": "AXTextField", "description": "text/html", "role_description": "text field", "value": 0, "position": "-391.00;-244.00", "size": "0;17", "children": []}]}]}, {"name": null, "role": "AXRow", "description": "text/html, text/html, text/html", "role_description": "row", "value": 0, "position": "-391.00;-244.00", "size": "0;17", "children": [{"name": null, "role": "AXCell", "description": "text/html", "role_description": "cell", "value": 0, "position": "-391.00;-244.00", "size": "0;17", "children": [{"name": null, "role": "AXTextField", "description": "text/html", "role_description": "text field", "value": 0, "position": "-391.00;-244.00", "size": "0;17", "children": []}]}, {"name": null, "role": "AXCell", "description": "text/html", "role_description": "cell", "value": 0, "position": "-391.00;-244.00", "size": "0;17", "children": [{"name": null, "role": "AXTextField", "description": "text/html", "role_description": "text field", "value": 0, "position": "-391.00;-244.00", "size": "0;17", "children": []}]}, {"name": null, "role": "AXCell", "description": "text/html", "role_description": "cell", "value": 0, "position": "-391.00;-244.00", "size": "0;17", "children": [{"name": null, "role": "AXTextField", "description": "text/html", "role_description": "text field", "value": 0, "position": "-391.00;-244.00", "size": "0;17", "children": []}]}]}, {"name": null, "role": "AXRow", "description": "text/html, text/html, text/html", "role_description": "row", "value": 0, "position": "-391.00;-244.00", "size": "0;17", "children": [{"name": null, "role": "AXCell", "description": "text/html", "role_description": "cell", "value": 0, "position": "-391.00;-244.00", "size": "0;17", "children": [{"name": null, "role": "AXTextField", "description": "text/html", "role_description": "text field", "value": 0, "position": "-391.00;-244.00", "size": "0;17", "children": []}]}, {"name": null, "role": "AXCell", "description": "text/html", "role_description": "cell", "value": 0, "position": "-391.00;-244.00", "size": "0;17", "children": [{"name": null, "role": "AXTextField", "description": "text/html", "role_description": "text field", "value": 0, "position": "-391.00;-244.00", "size": "0;17", "children": []}]}, {"name": null, "role": "AXCell", "description": "text/html", "role_description": "cell", "value": 0, "position": "-391.00;-244.00", "size": "0;17", "children": [{"name": null, "role": "AXTextField", "description": "text/html", "role_description": "text field", "value": 0, "position": "-391.00;-244.00", "size": "0;17", "children": []}]}]}, {"name": null, "role": "AXRow", "description": "text/html, text/html, text/html", "role_description": "row", "value": 0, "position": "-391.00;-244.00", "size": "0;17", "children": [{"name": null, "role": "AXCell", "description": "text/html", "role_description": "cell", "value": 0, "position": "-391.00;-244.00", "size": "0;17", "children": [{"name": null, "role": "AXTextField", "description": "text/html", "role_description": "text field", "value": 0, "position": "-391.00;-244.00", "size": "0;17", "children": []}]}, {"name": null, "role": "AXCell", "description": "text/html", "role_description": "cell", "value": 0, "position": "-391.00;-244.00", "size": "0;17", "children": [{"name": null, "role": "AXTextField", "description": "text/html", "role_description": "text field", "value": 0, "position": "-391.00;-244.00", "size": "0;17", "children": []}]}, {"name": null, "role": "AXCell", "description": "text/html", "role_description": "cell", "value": 0, "position": "-391.00;-244.00", "size": "0;17", "children": [{"name": null, "role": "AXTextField", "description": "text/html", "role_description": "text field", "value": 0, "position": "-391.00;-244.00", "size": "0;17", "children": []}]}]}, {"name": null, "role": "AXRow", "description": "text/html, text/html, text/html", "role_description": "row", "value": 0, "position": "-391.00;-244.00", "size": "0;17", "children": [{"name": null, "role": "AXCell", "description": "text/html", "role_description": "cell", "value": 0, "position": "-391.00;-244.00", "size": "0;17", "children": [{"name": null, "role": "AXTextField", "description": "text/html", "role_description": "text field", "value": 0, "position": "-391.00;-244.00", "size": "0;17", "children": []}]}, {"name": null, "role": "AXCell", "description": "text/html", "role_description": "cell", "value": 0, "position": "-391.00;-244.00", "size": "0;17", "children": [{"name": null, "role": "AXTextField", "description": "text/html", "role_description": "text field", "value": 0, "position": "-391.00;-244.00", "size": "0;17", "children": []}]}, {"name": null, "role": "AXCell", "description": "text/html", "role_description": "cell", "value": 0, "position": "-391.00;-244.00", "size": "0;17", "children": [{"name": null, "role": "AXTextField", "description": "text/html", "role_description": "text field", "value": 0, "position": "-391.00;-244.00", "size": "0;17", "children": []}]}]}, {"name": null, "role": "AXRow", "description": "text/html, text/html, text/html", "role_description": "row", "value": 0, "position": "-391.00;-244.00", "size": "0;17", "children": [{"name": null, "role": "AXCell", "description": "text/html", "role_description": "cell", "value": 0, "position": "-391.00;-244.00", "size": "0;17", "children": [{"name": null, "role": "AXTextField", "description": "text/html", "role_description": "text field", "value": 0, "position": "-391.00;-244.00", "size": "0;17", "children": []}]}, {"name": null, "role": "AXCell", "description": "text/html", "role_description": "cell", "value": 0, "position": "-391.00;-244.00", "size": "0;17", "children": [{"name": null, "role": "AXTextField", "description": "text/html", "role_description": "text field", "value": 0, "position": "-391.00;-244.00", "size": "0;17", "children": []}]}, {"name": null, "role": "AXCell", "description": "text/html", "role_description": "cell", "value": 0, "position": "-391.00;-244.00", "size": "0;17", "children": [{"name": null, "role": "AXTextField", "description": "text/html", "role_description": "text field", "value": 0, "position": "-391.00;-244.00", "size": "0;17", "children": []}]}]}, {"name": null, "role": "AXRow", "description": "text/html, text/html, text/html", "role_description": "row", "value": 0, "position": "-391.00;-244.00", "size": "0;17", "children": [{"name": null, "role": "AXCell", "description": "text/html", "role_description": "cell", "value": 0, "position": "-391.00;-244.00", "size": "0;17", "children": [{"name": null, "role": "AXTextField", "description": "text/html", "role_description": "text field", "value": 0, "position": "-391.00;-244.00", "size": "0;17", "children": []}]}, {"name": null, "role": "AXCell", "description": "text/html", "role_description": "cell", "value": 0, "position": "-391.00;-244.00", "size": "0;17", "children": [{"name": null, "role": "AXTextField", "description": "text/html", "role_description": "text field", "value": 0, "position": "-391.00;-244.00", "size": "0;17", "children": []}]}, {"name": null, "role": "AXCell", "description": "text/html", "role_description": "cell", "value": 0, "position": "-391.00;-244.00", "size": "0;17", "children": [{"name": null, "role": "AXTextField", "description": "text/html", "role_description": "text field", "value": 0, "position": "-391.00;-244.00", "size": "0;17", "children": []}]}]}, {"name": null, "role": "AXRow", "description": "text/html, text/html, text/html", "role_description": "row", "value": 0, "position": "-391.00;-244.00", "size": "0;17", "children": [{"name": null, "role": "AXCell", "description": "text/html", "role_description": "cell", "value": 0, "position": "-391.00;-244.00", "size": "0;17", "children": [{"name": null, "role": "AXTextField", "description": "text/html", "role_description": "text field", "value": 0, "position": "-391.00;-244.00", "size": "0;17", "children": []}]}, {"name": null, "role": "AXCell", "description": "text/html", "role_description": "cell", "value": 0, "position": "-391.00;-244.00", "size": "0;17", "children": [{"name": null, "role": "AXTextField", "description": "text/html", "role_description": "text field", "value": 0, "position": "-391.00;-244.00", "size": "0;17", "children": []}]}, {"name": null, "role": "AXCell", "description": "text/html", "role_description": "cell", "value": 0, "position": "-391.00;-244.00", "size": "0;17", "children": [{"name": null, "role": "AXTextField", "description": "text/html", "role_description": "text field", "value": 0, "position": "-391.00;-244.00", "size": "0;17", "children": []}]}]}, {"name": null, "role": "AXRow", "description": "text/html, text/html, text/html", "role_description": "row", "value": 0, "position": "-391.00;-244.00", "size": "0;17", "children": [{"name": null, "role": "AXCell", "description": "text/html", "role_description": "cell", "value": 0, "position": "-391.00;-244.00", "size": "0;17", "children": [{"name": null, "role": "AXTextField", "description": "text/html", "role_description": "text field", "value": 0, "position": "-391.00;-244.00", "size": "0;17", "children": []}]}, {"name": null, "role": "AXCell", "description": "text/html", "role_description": "cell", "value": 0, "position": "-391.00;-244.00", "size": "0;17", "children": [{"name": null, "role": "AXTextField", "description": "text/html", "role_description": "text field", "value": 0, "position": "-391.00;-244.00", "size": "0;17", "children": []}]}, {"name": null, "role": "AXCell", "description": "text/html", "role_description": "cell", "value": 0, "position": "-391.00;-244.00", "size": "0;17", "children": [{"name": null, "role": "AXTextField", "description": "text/html", "role_description": "text field", "value": 0, "position": "-391.00;-244.00", "size": "0;17", "children": []}]}]}, {"name": null, "role": "AXRow", "description": "text/html, text/html, text/html", "role_description": "row", "value": 0, "position": "-391.00;-244.00", "size": "0;17", "children": [{"name": null, "role": "AXCell", "description": "text/html", "role_description": "cell", "value": 0, "position": "-391.00;-244.00", "size": "0;17", "children": [{"name": null, "role": "AXTextField", "description": "text/html", "role_description": "text field", "value": 0, "position": "-391.00;-244.00", "size": "0;17", "children": []}]}, {"name": null, "role": "AXCell", "description": "text/html", "role_description": "cell", "value": 0, "position": "-391.00;-244.00", "size": "0;17", "children": [{"name": null, "role": "AXTextField", "description": "text/html", "role_description": "text field", "value": 0, "position": "-391.00;-244.00", "size": "0;17", "children": []}]}, {"name": null, "role": "AXCell", "description": "text/html", "role_description": "cell", "value": 0, "position": "-391.00;-244.00", "size": "0;17", "children": [{"name": null, "role": "AXTextField", "description": "text/html", "role_description": "text field", "value": 0, "position": "-391.00;-244.00", "size": "0;17", "children": []}]}]}, {"name": null, "role": "AXRow", "description": "text/html, text/html, text/html", "role_description": "row", "value": 0, "position": "-391.00;-244.00", "size": "0;17", "children": [{"name": null, "role": "AXCell", "description": "text/html", "role_description": "cell", "value": 0, "position": "-391.00;-244.00", "size": "0;17", "children": [{"name": null, "role": "AXTextField", "description": "text/html", "role_description": "text field", "value": 0, "position": "-391.00;-244.00", "size": "0;17", "children": []}]}, {"name": null, "role": "AXCell", "description": "text/html", "role_description": "cell", "value": 0, "position": "-391.00;-244.00", "size": "0;17", "children": [{"name": null, "role": "AXTextField", "description": "text/html", "role_description": "text field", "value": 0, "position": "-391.00;-244.00", "size": "0;17", "children": []}]}, {"name": null, "role": "AXCell", "description": "text/html", "role_description": "cell", "value": 0, "position": "-391.00;-244.00", "size": "0;17", "children": [{"name": null, "role": "AXTextField", "description": "text/html", "role_description": "text field", "value": 0, "position": "-391.00;-244.00", "size": "0;17", "children": []}]}]}, {"name": null, "role": "AXRow", "description": "text/html, text/html, text/html", "role_description": "row", "value": 0, "position": "-391.00;-244.00", "size": "0;17", "children": [{"name": null, "role": "AXCell", "description": "text/html", "role_description": "cell", "value": 0, "position": "-391.00;-244.00", "size": "0;17", "children": [{"name": null, "role": "AXTextField", "description": "text/html", "role_description": "text field", "value": 0, "position": "-391.00;-244.00", "size": "0;17", "children": []}]}, {"name": null, "role": "AXCell", "description": "text/html", "role_description": "cell", "value": 0, "position": "-391.00;-244.00", "size": "0;17", "children": [{"name": null, "role": "AXTextField", "description": "text/html", "role_description": "text field", "value": 0, "position": "-391.00;-244.00", "size": "0;17", "children": []}]}, {"name": null, "role": "AXCell", "description": "text/html", "role_description": "cell", "value": 0, "position": "-391.00;-244.00", "size": "0;17", "children": [{"name": null, "role": "AXTextField", "description": "text/html", "role_description": "text field", "value": 0, "position": "-391.00;-244.00", "size": "0;17", "children": []}]}]}, {"name": null, "role": "AXRow", "description": "text/html, text/html, text/html", "role_description": "row", "value": 0, "position": "-391.00;-244.00", "size": "0;17", "children": [{"name": null, "role": "AXCell", "description": "text/html", "role_description": "cell", "value": 0, "position": "-391.00;-244.00", "size": "0;17", "children": [{"name": null, "role": "AXTextField", "description": "text/html", "role_description": "text field", "value": 0, "position": "-391.00;-244.00", "size": "0;17", "children": []}]}, {"name": null, "role": "AXCell", "description": "text/html", "role_description": "cell", "value": 0, "position": "-391.00;-244.00", "size": "0;17", "children": [{"name": null, "role": "AXTextField", "description": "text/html", "role_description": "text field", "value": 0, "position": "-391.00;-244.00", "size": "0;17", "children": []}]}, {"name": null, "role": "AXCell", "description": "text/html", "role_description": "cell", "value": 0, "position": "-391.00;-244.00", "size": "0;17", "children": [{"name": null, "role": "AXTextField", "description": "text/html", "role_description": "text field", "value": 0, "position": "-391.00;-244.00", "size": "0;17", "children": []}]}]}, {"name": null, "role": "AXRow", "description": "text/html, text/html, text/html", "role_description": "row", "value": 0, "position": "-391.00;-244.00", "size": "0;17", "children": [{"name": null, "role": "AXCell", "description": "text/html", "role_description": "cell", "value": 0, "position": "-391.00;-244.00", "size": "0;17", "children": [{"name": null, "role": "AXTextField", "description": "text/html", "role_description": "text field", "value": 0, "position": "-391.00;-244.00", "size": "0;17", "children": []}]}, {"name": null, "role": "AXCell", "description": "text/html", "role_description": "cell", "value": 0, "position": "-391.00;-244.00", "size": "0;17", "children": [{"name": null, "role": "AXTextField", "description": "text/html", "role_description": "text field", "value": 0, "position": "-391.00;-244.00", "size": "0;17", "children": []}]}, {"name": null, "role": "AXCell", "description": "text/html", "role_description": "cell", "value": 0, "position": "-391.00;-244.00", "size": "0;17", "children": [{"name": null, "role": "AXTextField", "description": "text/html", "role_description": "text field", "value": 0, "position": "-391.00;-244.00", "size": "0;17", "children": []}]}]}, {"name": null, "role": "AXRow", "description": "text/html, text/html, text/html", "role_description": "row", "value": 0, "position": "-391.00;-244.00", "size": "0;17", "children": [{"name": null, "role": "AXCell", "description": "text/html", "role_description": "cell", "value": 0, "position": "-391.00;-244.00", "size": "0;17", "children": [{"name": null, "role": "AXTextField", "description": "text/html", "role_description": "text field", "value": 0, "position": "-391.00;-244.00", "size": "0;17", "children": []}]}, {"name": null, "role": "AXCell", "description": "text/html", "role_description": "cell", "value": 0, "position": "-391.00;-244.00", "size": "0;17", "children": [{"name": null, "role": "AXTextField", "description": "text/html", "role_description": "text field", "value": 0, "position": "-391.00;-244.00", "size": "0;17", "children": []}]}, {"name": null, "role": "AXCell", "description": "text/html", "role_description": "cell", "value": 0, "position": "-391.00;-244.00", "size": "0;17", "children": [{"name": null, "role": "AXTextField", "description": "text/html", "role_description": "text field", "value": 0, "position": "-391.00;-244.00", "size": "0;17", "children": []}]}]}, {"name": null, "role": "AXRow", "description": "text/html, text/html, text/html", "role_description": "row", "value": 0, "position": "-391.00;-244.00", "size": "0;17", "children": [{"name": null, "role": "AXCell", "description": "text/html", "role_description": "cell", "value": 0, "position": "-391.00;-244.00", "size": "0;17", "children": [{"name": null, "role": "AXTextField", "description": "text/html", "role_description": "text field", "value": 0, "position": "-391.00;-244.00", "size": "0;17", "children": []}]}, {"name": null, "role": "AXCell", "description": "text/html", "role_description": "cell", "value": 0, "position": "-391.00;-244.00", "size": "0;17", "children": [{"name": null, "role": "AXTextField", "description": "text/html", "role_description": "text field", "value": 0, "position": "-391.00;-244.00", "size": "0;17", "children": []}]}, {"name": null, "role": "AXCell", "description": "text/html", "role_description": "cell", "value": 0, "position": "-391.00;-244.00", "size": "0;17", "children": [{"name": null, "role": "AXTextField", "description": "text/html", "role_description": "text field", "value": 0, "position": "-391.00;-244.00", "size": "0;17", "children": []}]}]}]}, {"name": null, "role": "AXTextField", "description": "text/html", "role_description": "text field", "value": null, "position": "-391.00;-244.00", "size": "87;15", "children": []}, {"name": null, "role": "AXTextField", "description": "text/html", "role_description": "text field", "value": null, "position": "-391.00;-244.00", "size": "150;15", "children": []}, {"name": null, "role": "AXTextField", "description": "text/html", "role_description": "text field", "value": null, "position": "-391.00;-244.00", "size": "0;17", "children": []}]}]}, {"name": null, "role": "AXCheckBox", "description": "Reformat according to style", "role_description": "checkbox", "value": 1, "position": "-391.00;-244.00", "size": "199;25", "children": []}, {"name": null, "role": "AXCheckBox", "description": "Enable Live Templates", "role_description": "checkbox", "value": 1, "position": "-391.00;-244.00", "size": "167;25", "children": []}, {"name": null, "role": "AXScrollArea", "description": null, "role_description": "scroll area", "value": 0, "position": "-391.00;-244.00", "size": "481;263", "children": [{"name": null, "role": "AXScrollBar", "description": null, "role_description": "scroll bar", "value": 0, "position": "-391.00;-244.00", "size": "14;261", "children": []}, {"name": null, "role": "AXScrollBar", "description": null, "role_description": "scroll bar", "value": 0, "position": "-391.00;-244.00", "size": "0;0", "children": []}, {"name": null, "role": "AXGroup", "description": "", "role_description": "group", "value": 0, "position": "-391.00;-244.00", "size": "0;0", "children": []}, {"name": null, "role": "AXStaticText", "description": "", "role_description": "text", "value": "", "position": "-391.00;-244.00", "size": "0;0", "children": []}, {"name": null, "role": "AXGroup", "description": null, "role_description": "group", "value": 0, "position": "-391.00;-244.00", "size": "0;286", "children": []}, {"name": null, "role": "AXTextArea", "description": "Editor", "role_description": "text entry area", "value": "<!DOCTYPE html>\n<html lang=\"en\">\n<head>\n  <meta charset=\"UTF-8\">\n  <title>#[[$Title$]]#</title>\n</head>\n<body>\n#[[$END$]]#\n</body>\n</html>", "position": "-391.00;-244.00", "size": "479;286", "children": []}]}, {"name": null, "role": "AXStaticText", "description": "Global Encoding:", "role_description": "text", "value": "Global Encoding:", "position": "-391.00;-244.00", "size": "108;17", "children": []}, {"name": null, "role": "AXButton", "description": "UTF-8", "role_description": "button", "value": null, "position": "-391.00;-244.00", "size": "71;24", "children": []}, {"name": null, "role": "AXStaticText", "description": "Project Encoding:", "role_description": "text", "value": "Project Encoding:", "position": "-391.00;-244.00", "size": "108;17", "children": []}, {"name": null, "role": "AXButton", "description": "<System Default: UTF-8>", "role_description": "button", "value": null, "position": "-391.00;-244.00", "size": "171;24", "children": []}, {"name": null, "role": "AXStaticText", "description": "To change encoding PyCharm uses for a file, a directory, or the entire project, add its path if necessary and then select encoding from the encoding list. Built-in file encoding (e.g. JSP, HTML or XML) overrides encoding you specify here. If not specified, files and directories inherit encoding settings from the parent directory or from the Project Encoding.", "role_description": "text", "value": "To change encoding PyCharm uses for a file, a directory, or the entire project, add its path if necessary and then select encoding from the encoding list. Built-in file encoding (e.g. JSP, HTML or XML) overrides encoding you specify here. If not specified, files and directories inherit encoding settings from the parent directory or from the Project Encoding.", "position": "-391.00;-244.00", "size": "679;59", "children": []}, {"name": null, "role": "AXScrollArea", "description": null, "role_description": "scroll area", "value": 0, "position": "-391.00;-244.00", "size": "677;305", "children": [{"name": null, "role": "AXTable", "description": "table", "role_description": "table", "value": 0, "position": "-391.00;-244.00", "size": "677;280", "children": []}, {"name": null, "role": "AXScrollBar", "description": null, "role_description": "scroll bar", "value": 0, "position": "-391.00;-244.00", "size": "0;0", "children": []}, {"name": null, "role": "AXScrollBar", "description": null, "role_description": "scroll bar", "value": 0, "position": "-391.00;-244.00", "size": "0;0", "children": []}, {"name": null, "role": "AXStaticText", "description": "Path", "role_description": "text", "value": "Path", "position": "-391.00;-244.00", "size": "309;0", "children": []}, {"name": null, "role": "AXStaticText", "description": "Encoding", "role_description": "text", "value": "Encoding", "position": "-391.00;-244.00", "size": "368;0", "children": []}]}, {"name": null, "role": "AXGroup", "description": "Action Toolbar", "role_description": "group", "value": 0, "position": "-391.00;-244.00", "size": "677;24", "children": [{"name": null, "role": "AXButton", "description": "Add", "role_description": "button", "value": null, "position": "-391.00;-244.00", "size": "26;24", "children": []}, {"name": null, "role": "AXButton", "description": "Remove", "role_description": "button", "value": null, "position": "-391.00;-244.00", "size": "26;24", "children": []}, {"name": null, "role": "AXButton", "description": "Edit", "role_description": "button", "value": null, "position": "-391.00;-244.00", "size": "26;24", "children": []}]}, {"name": null, "role": "AXStaticText", "description": "Default encoding for properties files:", "role_description": "text", "value": "Default encoding for properties files:", "position": "-391.00;-244.00", "size": "225;17", "children": []}, {"name": null, "role": "AXButton", "description": "<Properties Default: ISO-8859-1>", "role_description": "button", "value": null, "position": "-391.00;-244.00", "size": "212;24", "children": []}, {"name": null, "role": "AXCheckBox", "description": "Transparent native-to-ascii conversion", "role_description": "checkbox", "value": 0, "position": "-391.00;-244.00", "size": "267;25", "children": []}, {"name": null, "role": "AXStaticText", "description": "Create UTF-8 files:", "role_description": "text", "value": "Create UTF-8 files:", "position": "-391.00;-244.00", "size": "117;17", "children": []}, {"name": null, "role": "AXPopUpButton", "description": "Create UTF-8 files:", "role_description": "pop up button", "value": "with NO BOM", "position": "-391.00;-244.00", "size": "374;34", "children": [{"name": null, "role": "AXPopUpButton", "description": null, "role_description": "pop up button", "value": null, "position": "-391.00;-244.00", "size": "0;0", "children": [{"name": null, "role": "AXMenuItem", "description": null, "role_description": "menu item", "value": null, "position": "-391.00;-244.00", "size": "0;0", "children": [{"name": null, "role": "AXList", "description": "list", "role_description": "list", "value": 0, "position": "-391.00;-244.00", "size": "0;0", "children": [{"name": null, "role": "AXRow", "description": "with BOM", "role_description": "row", "value": 0, "position": "-391.00;-244.00", "size": "0;24", "children": [{"name": null, "role": "AXStaticText", "description": "with BOM", "role_description": "text", "value": 0, "position": "-391.00;-244.00", "size": "0;24", "children": []}]}, {"name": null, "role": "AXRow", "description": "with NO BOM", "role_description": "row", "value": 0, "position": "-391.00;-244.00", "size": "0;24", "children": [{"name": null, "role": "AXStaticText", "description": "with NO BOM", "role_description": "text", "value": 0, "position": "-391.00;-244.00", "size": "0;24", "children": []}]}, {"name": null, "role": "AXRow", "description": "with BOM under Windows, with no BOM otherwise", "role_description": "row", "value": 0, "position": "-391.00;-244.00", "size": "0;24", "children": [{"name": null, "role": "AXStaticText", "description": "with BOM under Windows, with no BOM otherwise", "role_description": "text", "value": 0, "position": "-391.00;-244.00", "size": "0;24", "children": []}]}]}, {"name": null, "role": "AXScrollBar", "description": null, "role_description": "scroll bar", "value": 24, "position": "-391.00;-244.00", "size": "0;0", "children": []}]}]}]}, {"name": null, "role": "AXTextField", "description": "text/html", "role_description": "text field", "value": "\nPyCharm will NOT add UTF-8 BOM  to every created file in UTF-8 encoding", "position": "-391.00;-244.00", "size": "556;16", "children": [{"name": null, "role": "AXTextField", "description": "text/html", "role_description": "text field", "value": null, "position": "-391.00;-244.00", "size": "0;0", "children": []}, {"name": null, "role": "AXTextField", "description": "text/html", "role_description": "text field", "value": null, "position": "-391.00;-244.00", "size": "131;15", "children": []}, {"name": null, "role": "AXTextField", "description": "text/html", "role_description": "text field", "value": null, "position": "-391.00;-244.00", "size": "68;15", "children": []}, {"name": null, "role": "AXTextField", "description": "text/html", "role_description": "text field", "value": null, "position": "-391.00;-244.00", "size": "227;15", "children": []}, {"name": null, "role": "AXTextField", "description": "text/html", "role_description": "text field", "value": null, "position": "-391.00;-244.00", "size": "0;15", "children": []}]}, {"name": null, "role": "AXStaticText", "description": "By default expand with", "role_description": "text", "value": "By default expand with", "position": "-391.00;-244.00", "size": "141;17", "children": []}, {"name": null, "role": "AXPopUpButton", "description": "By default expand with", "role_description": "pop up button", "value": "Tab", "position": "-391.00;-244.00", "size": "123;34", "children": [{"name": null, "role": "AXPopUpButton", "description": null, "role_description": "pop up button", "value": null, "position": "-391.00;-244.00", "size": "0;0", "children": [{"name": null, "role": "AXMenuItem", "description": null, "role_description": "menu item", "value": null, "position": "-391.00;-244.00", "size": "0;0", "children": [{"name": null, "role": "AXList", "description": "list", "role_description": "list", "value": 0, "position": "-391.00;-244.00", "size": "0;0", "children": [{"name": null, "role": "AXRow", "description": "Space", "role_description": "row", "value": 0, "position": "-391.00;-244.00", "size": "0;24", "children": [{"name": null, "role": "AXStaticText", "description": "Space", "role_description": "text", "value": 0, "position": "-391.00;-244.00", "size": "0;24", "children": []}]}, {"name": null, "role": "AXRow", "description": "Tab", "role_description": "row", "value": 0, "position": "-391.00;-244.00", "size": "0;24", "children": [{"name": null, "role": "AXStaticText", "description": "Tab", "role_description": "text", "value": 0, "position": "-391.00;-244.00", "size": "0;24", "children": []}]}, {"name": null, "role": "AXRow", "description": "Enter", "role_description": "row", "value": 0, "position": "-391.00;-244.00", "size": "0;24", "children": [{"name": null, "role": "AXStaticText", "description": "Enter", "role_description": "text", "value": 0, "position": "-391.00;-244.00", "size": "0;24", "children": []}]}, {"name": null, "role": "AXRow", "description": "Custom...", "role_description": "row", "value": 0, "position": "-391.00;-244.00", "size": "0;24", "children": [{"name": null, "role": "AXStaticText", "description": "Custom...", "role_description": "text", "value": 0, "position": "-391.00;-244.00", "size": "0;24", "children": []}]}]}, {"name": null, "role": "AXScrollBar", "description": null, "role_description": "scroll bar", "value": 24, "position": "-391.00;-244.00", "size": "0;0", "children": []}]}]}]}, {"name": null, "role": "AXLink", "description": "Change", "role_description": "link", "value": null, "position": "-391.00;-244.00", "size": "0;0", "children": []}, {"name": null, "role": "AXImage", "description": null, "role_description": "image", "value": null, "position": "-391.00;-244.00", "size": "17;6", "children": []}, {"name": null, "role": "AXScrollArea", "description": null, "role_description": "scroll area", "value": 0, "position": "-391.00;-244.00", "size": "677;281", "children": [{"name": null, "role": "AXOutline", "description": "tree", "role_description": "outline", "value": 0, "position": "-391.00;-244.00", "size": "677;281", "children": [{"name": null, "role": "AXRow", "description": "HTML/XML checked", "role_description": "row", "value": 0, "position": "-391.00;-244.00", "size": "101;24", "children": [{"name": null, "role": "AXCheckBox", "description": "", "role_description": "checkbox", "value": 1, "position": "-391.00;-244.00", "size": "24;24", "children": []}, {"name": null, "role": "AXStaticText", "description": "HTML/XML", "role_description": "text", "value": "HTML/XML", "position": "-391.00;-244.00", "size": "648;24", "children": []}]}, {"name": null, "role": "AXRow", "description": "Python checked", "role_description": "row", "value": 0, "position": "-391.00;-244.00", "size": "75;24", "children": [{"name": null, "role": "AXCheckBox", "description": "", "role_description": "checkbox", "value": 1, "position": "-391.00;-244.00", "size": "24;24", "children": []}, {"name": null, "role": "AXStaticText", "description": "Python", "role_description": "text", "value": "Python", "position": "-391.00;-244.00", "size": "648;24", "children": []}]}, {"name": null, "role": "AXRow", "description": "Shell Script checked", "role_description": "row", "value": 0, "position": "-391.00;-244.00", "size": "102;24", "children": [{"name": null, "role": "AXCheckBox", "description": "", "role_description": "checkbox", "value": 1, "position": "-391.00;-244.00", "size": "24;24", "children": []}, {"name": null, "role": "AXStaticText", "description": "Shell Script", "role_description": "text", "value": "Shell Script", "position": "-391.00;-244.00", "size": "648;24", "children": []}]}, {"name": null, "role": "AXRow", "description": "Zen HTML checked", "role_description": "row", "value": 0, "position": "-391.00;-244.00", "size": "95;24", "children": [{"name": null, "role": "AXCheckBox", "description": "", "role_description": "checkbox", "value": 1, "position": "-391.00;-244.00", "size": "24;24", "children": []}, {"name": null, "role": "AXStaticText", "description": "Zen HTML", "role_description": "text", "value": "Zen HTML", "position": "-391.00;-244.00", "size": "648;24", "children": []}]}, {"name": null, "role": "AXRow", "description": "Zen XSL checked", "role_description": "row", "value": 0, "position": "-391.00;-244.00", "size": "83;24", "children": [{"name": null, "role": "AXCheckBox", "description": "", "role_description": "checkbox", "value": 1, "position": "-391.00;-244.00", "size": "24;24", "children": []}, {"name": null, "role": "AXStaticText", "description": "Zen XSL", "role_description": "text", "value": "Zen XSL", "position": "-391.00;-244.00", "size": "648;24", "children": []}]}]}, {"name": null, "role": "AXScrollBar", "description": null, "role_description": "scroll bar", "value": 0, "position": "-391.00;-244.00", "size": "0;0", "children": []}, {"name": null, "role": "AXScrollBar", "description": null, "role_description": "scroll bar", "value": 0, "position": "-391.00;-244.00", "size": "0;0", "children": []}]}, {"name": null, "role": "AXGroup", "description": "Action Toolbar", "role_description": "group", "value": 0, "position": "-391.00;-244.00", "size": "677;24", "children": [{"name": null, "role": "AXButton", "description": "Add", "role_description": "button", "value": null, "position": "-391.00;-244.00", "size": "26;24", "children": []}, {"name": null, "role": "AXButton", "description": "Remove", "role_description": "button", "value": null, "position": "-391.00;-244.00", "size": "26;24", "children": []}, {"name": null, "role": "AXButton", "description": "Duplicate", "role_description": "button", "value": null, "position": "-391.00;-244.00", "size": "26;24", "children": []}, {"name": null, "role": "AXButton", "description": "Restore deleted default templates", "role_description": "button", "value": null, "position": "-391.00;-244.00", "size": "26;24", "children": []}]}, {"name": null, "role": "AXStaticText", "description": "No live templates are selected", "role_description": "text", "value": "No live templates are selected", "position": "-391.00;-244.00", "size": "679;204", "children": []}, {"name": null, "role": "AXStaticText", "description": "Abbreviation:", "role_description": "text", "value": "Abbreviation:", "position": "-391.00;-244.00", "size": "82;34", "children": []}, {"name": null, "role": "AXTextField", "description": "Abbreviation:", "role_description": "text field", "value": "", "position": "-391.00;-244.00", "size": "147;34", "children": []}, {"name": null, "role": "AXStaticText", "description": "Description:", "role_description": "text", "value": "Description:", "position": "-391.00;-244.00", "size": "74;34", "children": []}, {"name": null, "role": "AXTextField", "description": "Description:", "role_description": "text field", "value": "", "position": "-391.00;-244.00", "size": "343;34", "children": []}, {"name": null, "role": "AXScrollArea", "description": null, "role_description": "scroll area", "value": 0, "position": "-391.00;-244.00", "size": "416;87", "children": [{"name": null, "role": "AXScrollBar", "description": null, "role_description": "scroll bar", "value": 0, "position": "-391.00;-244.00", "size": "14;85", "children": []}, {"name": null, "role": "AXScrollBar", "description": null, "role_description": "scroll bar", "value": 0, "position": "-391.00;-244.00", "size": "0;0", "children": []}, {"name": null, "role": "AXGroup", "description": "", "role_description": "group", "value": 0, "position": "-391.00;-244.00", "size": "0;0", "children": [{"name": null, "role": "AXImage", "description": "", "role_description": "image", "value": null, "position": "-391.00;-244.00", "size": "0;0", "children": []}]}, {"name": null, "role": "AXStaticText", "description": "", "role_description": "text", "value": "", "position": "-391.00;-244.00", "size": "0;0", "children": []}, {"name": null, "role": "AXGroup", "description": null, "role_description": "group", "value": 0, "position": "-391.00;-244.00", "size": "0;132", "children": []}, {"name": null, "role": "AXTextArea", "description": "Editor", "role_description": "text entry area", "value": "", "position": "-391.00;-244.00", "size": "414;132", "children": []}]}, {"name": null, "role": "AXStaticText", "description": "Template text:", "role_description": "text", "value": "Template text:", "position": "-391.00;-244.00", "size": "416;17", "children": []}, {"name": null, "role": "AXButton", "description": "Edit Variables…", "role_description": "button", "value": null, "position": "-391.00;-244.00", "size": "247;34", "children": []}, {"name": null, "role": "AXStaticText", "description": "Expand with", "role_description": "text", "value": "Expand with", "position": "-391.00;-244.00", "size": "75;34", "children": []}, {"name": null, "role": "AXPopUpButton", "description": "Expand with", "role_description": "pop up button", "value": "Default (Tab)", "position": "-391.00;-244.00", "size": "134;34", "children": [{"name": null, "role": "AXPopUpButton", "description": null, "role_description": "pop up button", "value": null, "position": "-391.00;-244.00", "size": "0;0", "children": [{"name": null, "role": "AXMenuItem", "description": null, "role_description": "menu item", "value": null, "position": "-391.00;-244.00", "size": "0;0", "children": [{"name": null, "role": "AXList", "description": "list", "role_description": "list", "value": 0, "position": "-391.00;-244.00", "size": "0;0", "children": [{"name": null, "role": "AXRow", "description": "Default (Tab)", "role_description": "row", "value": 0, "position": "-391.00;-244.00", "size": "0;24", "children": [{"name": null, "role": "AXStaticText", "description": "Default (Tab)", "role_description": "text", "value": 0, "position": "-391.00;-244.00", "size": "0;24", "children": []}]}, {"name": null, "role": "AXRow", "description": "Space", "role_description": "row", "value": 0, "position": "-391.00;-244.00", "size": "0;24", "children": [{"name": null, "role": "AXStaticText", "description": "Space", "role_description": "text", "value": 0, "position": "-391.00;-244.00", "size": "0;24", "children": []}]}, {"name": null, "role": "AXRow", "description": "Tab", "role_description": "row", "value": 0, "position": "-391.00;-244.00", "size": "0;24", "children": [{"name": null, "role": "AXStaticText", "description": "Tab", "role_description": "text", "value": 0, "position": "-391.00;-244.00", "size": "0;24", "children": []}]}, {"name": null, "role": "AXRow", "description": "Enter", "role_description": "row", "value": 0, "position": "-391.00;-244.00", "size": "0;24", "children": [{"name": null, "role": "AXStaticText", "description": "Enter", "role_description": "text", "value": 0, "position": "-391.00;-244.00", "size": "0;24", "children": []}]}, {"name": null, "role": "AXRow", "description": "None", "role_description": "row", "value": 0, "position": "-391.00;-244.00", "size": "0;24", "children": [{"name": null, "role": "AXStaticText", "description": "None", "role_description": "text", "value": 0, "position": "-391.00;-244.00", "size": "0;24", "children": []}]}]}, {"name": null, "role": "AXScrollBar", "description": null, "role_description": "scroll bar", "value": 0, "position": "-391.00;-244.00", "size": "0;0", "children": []}]}]}]}, {"name": null, "role": "AXCheckBox", "description": "Reformat according to style", "role_description": "checkbox", "value": 0, "position": "-391.00;-244.00", "size": "223;25", "children": []}, {"name": null, "role": "AXStaticText", "description": "No applicable contexts. ", "role_description": "text", "value": "No applicable contexts. ", "position": "-391.00;-244.00", "size": "168;17", "children": []}, {"name": null, "role": "AXLink", "description": "Define", "role_description": "link", "value": null, "position": "-391.00;-244.00", "size": "59;17", "children": []}, {"name": null, "role": "AXTabGroup", "description": "Recognized File Types", "role_description": "tab group", "value": "{\n    \"name\": null,\n    \"role\": \"No role\",\n    \"description\": \"\",\n    \"role_description\": \"\",\n    \"value\": null,\n    \"position\": \"\",\n    \"size\": \"\",\n    \"children\": []\n}", "position": "-391.00;-244.00", "size": "679;573", "children": [{"name": null, "role": "No role", "description": "", "role_description": "", "value": null, "position": "", "size": "", "children": []}, {"name": null, "role": "No role", "description": "", "role_description": "", "value": null, "position": "", "size": "", "children": []}, {"name": null, "role": "AXButton", "description": "Associate File Types with PyCharm...", "role_description": "button", "value": null, "position": "-391.00;-244.00", "size": "261;34", "children": []}, {"name": null, "role": "AXStaticText", "description": "", "role_description": "text", "value": "", "position": "-391.00;-244.00", "size": "0;0", "children": []}, {"name": null, "role": "AXImage", "description": null, "role_description": "image", "value": null, "position": "-391.00;-244.00", "size": "16;16", "children": []}, {"name": null, "role": "AXImage", "description": null, "role_description": "image", "value": null, "position": "-391.00;-244.00", "size": "6;17", "children": []}, {"name": null, "role": "AXScrollArea", "description": null, "role_description": "scroll area", "value": 0, "position": "-391.00;-244.00", "size": "195;0", "children": [{"name": null, "role": "AXScrollBar", "description": null, "role_description": "scroll bar", "value": 0, "position": "-391.00;-244.00", "size": "0;0", "children": []}, {"name": null, "role": "AXScrollBar", "description": null, "role_description": "scroll bar", "value": 0, "position": "-391.00;-244.00", "size": "0;0", "children": []}]}, {"name": null, "role": "AXGroup", "description": "Action Toolbar", "role_description": "group", "value": 0, "position": "-391.00;-244.00", "size": "195;24", "children": [{"name": null, "role": "AXButton", "description": "Add", "role_description": "button", "value": null, "position": "-391.00;-244.00", "size": "26;24", "children": []}, {"name": null, "role": "AXButton", "description": "Remove", "role_description": "button", "value": null, "position": "-391.00;-244.00", "size": "26;24", "children": []}, {"name": null, "role": "AXButton", "description": "Edit", "role_description": "button", "value": null, "position": "-391.00;-244.00", "size": "26;24", "children": []}]}, {"name": null, "role": "AXScrollArea", "description": null, "role_description": "scroll area", "value": 0, "position": "-391.00;-244.00", "size": "197;442", "children": [{"name": null, "role": "AXScrollBar", "description": null, "role_description": "scroll bar", "value": 4, "position": "-391.00;-244.00", "size": "14;441", "children": []}, {"name": null, "role": "AXScrollBar", "description": null, "role_description": "scroll bar", "value": 0, "position": "-391.00;-244.00", "size": "181;14", "children": []}, {"name": null, "role": "AXList", "description": "list", "role_description": "list", "value": 0, "position": "-391.00;-244.00", "size": "291;1150", "children": [{"name": null, "role": "AXRow", "description": ".gitignore (GitIgnore)", "role_description": "row", "value": 0, "position": "-391.00;-244.00", "size": "291;24", "children": [{"name": null, "role": "AXStaticText", "description": ".gitignore (GitIgnore)", "role_description": "text", "value": 0, "position": "-391.00;-244.00", "size": "291;24", "children": []}]}, {"name": null, "role": "AXRow", "description": ".hgignore (HgIgnore)", "role_description": "row", "value": 0, "position": "-391.00;-244.00", "size": "291;24", "children": [{"name": null, "role": "AXStaticText", "description": ".hgignore (HgIgnore)", "role_description": "text", "value": 0, "position": "-391.00;-244.00", "size": "291;24", "children": []}]}, {"name": null, "role": "AXRow", "description": ".ignore (IgnoreLang)", "role_description": "row", "value": 0, "position": "-391.00;-244.00", "size": "291;24", "children": [{"name": null, "role": "AXStaticText", "description": ".ignore (IgnoreLang)", "role_description": "text", "value": 0, "position": "-391.00;-244.00", "size": "291;24", "children": []}]}, {"name": null, "role": "AXRow", "description": "Archive", "role_description": "row", "value": 0, "position": "-391.00;-244.00", "size": "291;24", "children": [{"name": null, "role": "AXStaticText", "description": "Archive", "role_description": "text", "value": 0, "position": "-391.00;-244.00", "size": "291;24", "children": []}]}, {"name": null, "role": "AXRow", "description": "AspectJ (syntax highlighting only)", "role_description": "row", "value": 0, "position": "-391.00;-244.00", "size": "291;24", "children": [{"name": null, "role": "AXStaticText", "description": "AspectJ (syntax highlighting only)", "role_description": "text", "value": 0, "position": "-391.00;-244.00", "size": "291;24", "children": []}]}, {"name": null, "role": "AXRow", "description": "C#", "role_description": "row", "value": 0, "position": "-391.00;-244.00", "size": "291;24", "children": [{"name": null, "role": "AXStaticText", "description": "C#", "role_description": "text", "value": 0, "position": "-391.00;-244.00", "size": "291;24", "children": []}]}, {"name": null, "role": "AXRow", "description": "C/C++", "role_description": "row", "value": 0, "position": "-391.00;-244.00", "size": "291;24", "children": [{"name": null, "role": "AXStaticText", "description": "C/C++", "role_description": "text", "value": 0, "position": "-391.00;-244.00", "size": "291;24", "children": []}]}, {"name": null, "role": "AXRow", "description": "CSS (syntax highlighting only)", "role_description": "row", "value": 0, "position": "-391.00;-244.00", "size": "291;24", "children": [{"name": null, "role": "AXStaticText", "description": "CSS (syntax highlighting only)", "role_description": "text", "value": 0, "position": "-391.00;-244.00", "size": "291;24", "children": []}]}, {"name": null, "role": "AXRow", "description": "exclude (GitExclude)", "role_description": "row", "value": 0, "position": "-391.00;-244.00", "size": "291;24", "children": [{"name": null, "role": "AXStaticText", "description": "exclude (GitExclude)", "role_description": "text", "value": 0, "position": "-391.00;-244.00", "size": "291;24", "children": []}]}, {"name": null, "role": "AXRow", "description": "File containing settings for editor", "role_description": "row", "value": 0, "position": "-391.00;-244.00", "size": "291;24", "children": [{"name": null, "role": "AXStaticText", "description": "File containing settings for editor", "role_description": "text", "value": 0, "position": "-391.00;-244.00", "size": "291;24", "children": []}]}, {"name": null, "role": "AXRow", "description": "File type auto-detected by file content", "role_description": "row", "value": 0, "position": "-391.00;-244.00", "size": "291;24", "children": [{"name": null, "role": "AXStaticText", "description": "File type auto-detected by file content", "role_description": "text", "value": 0, "position": "-391.00;-244.00", "size": "291;24", "children": []}]}, {"name": null, "role": "AXRow", "description": "Files opened in associated applications", "role_description": "row", "value": 0, "position": "-391.00;-244.00", "size": "291;24", "children": [{"name": null, "role": "AXStaticText", "description": "Files opened in associated applications", "role_description": "text", "value": 0, "position": "-391.00;-244.00", "size": "291;24", "children": []}]}, {"name": null, "role": "AXRow", "description": "Haskell", "role_description": "row", "value": 0, "position": "-391.00;-244.00", "size": "291;24", "children": [{"name": null, "role": "AXStaticText", "description": "Haskell", "role_description": "text", "value": 0, "position": "-391.00;-244.00", "size": "291;24", "children": []}]}, {"name": null, "role": "AXRow", "description": "HTML", "role_description": "row", "value": 0, "position": "-391.00;-244.00", "size": "291;24", "children": [{"name": null, "role": "AXStaticText", "description": "HTML", "role_description": "text", "value": 0, "position": "-391.00;-244.00", "size": "291;24", "children": []}]}, {"name": null, "role": "AXRow", "description": "IDL", "role_description": "row", "value": 0, "position": "-391.00;-244.00", "size": "291;24", "children": [{"name": null, "role": "AXStaticText", "description": "IDL", "role_description": "text", "value": 0, "position": "-391.00;-244.00", "size": "291;24", "children": []}]}, {"name": null, "role": "AXRow", "description": "Image", "role_description": "row", "value": 0, "position": "-391.00;-244.00", "size": "291;24", "children": [{"name": null, "role": "AXStaticText", "description": "Image", "role_description": "text", "value": 0, "position": "-391.00;-244.00", "size": "291;24", "children": []}]}, {"name": null, "role": "AXRow", "description": "JavaFX", "role_description": "row", "value": 0, "position": "-391.00;-244.00", "size": "291;24", "children": [{"name": null, "role": "AXStaticText", "description": "JavaFX", "role_description": "text", "value": 0, "position": "-391.00;-244.00", "size": "291;24", "children": []}]}, {"name": null, "role": "AXRow", "description": "JavaScript (syntax highlighting only)", "role_description": "row", "value": 0, "position": "-391.00;-244.00", "size": "291;24", "children": [{"name": null, "role": "AXStaticText", "description": "JavaScript (syntax highlighting only)", "role_description": "text", "value": 0, "position": "-391.00;-244.00", "size": "291;24", "children": []}]}, {"name": null, "role": "AXRow", "description": "JIRA query", "role_description": "row", "value": 0, "position": "-391.00;-244.00", "size": "291;24", "children": [{"name": null, "role": "AXStaticText", "description": "JIRA query", "role_description": "text", "value": 0, "position": "-391.00;-244.00", "size": "291;24", "children": []}]}, {"name": null, "role": "AXRow", "description": "JSON", "role_description": "row", "value": 0, "position": "-391.00;-244.00", "size": "291;24", "children": [{"name": null, "role": "AXStaticText", "description": "JSON", "role_description": "text", "value": 0, "position": "-391.00;-244.00", "size": "291;24", "children": []}]}, {"name": null, "role": "AXRow", "description": "JSON lines", "role_description": "row", "value": 0, "position": "-391.00;-244.00", "size": "291;24", "children": [{"name": null, "role": "AXStaticText", "description": "JSON lines", "role_description": "text", "value": 0, "position": "-391.00;-244.00", "size": "291;24", "children": []}]}, {"name": null, "role": "AXRow", "description": "JSON5", "role_description": "row", "value": 0, "position": "-391.00;-244.00", "size": "291;24", "children": [{"name": null, "role": "AXStaticText", "description": "JSON5", "role_description": "text", "value": 0, "position": "-391.00;-244.00", "size": "291;24", "children": []}]}, {"name": null, "role": "AXRow", "description": "JSP (syntax highlighting only)", "role_description": "row", "value": 0, "position": "-391.00;-244.00", "size": "291;24", "children": [{"name": null, "role": "AXStaticText", "description": "JSP (syntax highlighting only)", "role_description": "text", "value": 0, "position": "-391.00;-244.00", "size": "291;24", "children": []}]}, {"name": null, "role": "AXRow", "description": "Markdown", "role_description": "row", "value": 0, "position": "-391.00;-244.00", "size": "291;24", "children": [{"name": null, "role": "AXStaticText", "description": "Markdown", "role_description": "text", "value": 0, "position": "-391.00;-244.00", "size": "291;24", "children": []}]}, {"name": null, "role": "AXRow", "description": "Patch", "role_description": "row", "value": 0, "position": "-391.00;-244.00", "size": "291;24", "children": [{"name": null, "role": "AXStaticText", "description": "Patch", "role_description": "text", "value": 0, "position": "-391.00;-244.00", "size": "291;24", "children": []}]}, {"name": null, "role": "AXRow", "description": "Perl", "role_description": "row", "value": 0, "position": "-391.00;-244.00", "size": "291;24", "children": [{"name": null, "role": "AXStaticText", "description": "Perl", "role_description": "text", "value": 0, "position": "-391.00;-244.00", "size": "291;24", "children": []}]}, {"name": null, "role": "AXRow", "description": "PHP (syntax highlighting only)", "role_description": "row", "value": 0, "position": "-391.00;-244.00", "size": "291;24", "children": [{"name": null, "role": "AXStaticText", "description": "PHP (syntax highlighting only)", "role_description": "text", "value": 0, "position": "-391.00;-244.00", "size": "291;24", "children": []}]}, {"name": null, "role": "AXRow", "description": "Properties", "role_description": "row", "value": 0, "position": "-391.00;-244.00", "size": "291;24", "children": [{"name": null, "role": "AXStaticText", "description": "Properties", "role_description": "text", "value": 0, "position": "-391.00;-244.00", "size": "291;24", "children": []}]}, {"name": null, "role": "AXRow", "description": "Python", "role_description": "row", "value": 0, "position": "-391.00;-244.00", "size": "291;24", "children": [{"name": null, "role": "AXStaticText", "description": "Python", "role_description": "text", "value": 0, "position": "-391.00;-244.00", "size": "291;24", "children": []}]}, {"name": null, "role": "AXRow", "description": "Python stub", "role_description": "row", "value": 0, "position": "-391.00;-244.00", "size": "291;24", "children": [{"name": null, "role": "AXStaticText", "description": "Python stub", "role_description": "text", "value": 0, "position": "-391.00;-244.00", "size": "291;24", "children": []}]}, {"name": null, "role": "AXRow", "description": "Qt resource file", "role_description": "row", "value": 0, "position": "-391.00;-244.00", "size": "291;24", "children": [{"name": null, "role": "AXStaticText", "description": "Qt resource file", "role_description": "text", "value": 0, "position": "-391.00;-244.00", "size": "291;24", "children": []}]}, {"name": null, "role": "AXRow", "description": "Qt UI Designer form", "role_description": "row", "value": 0, "position": "-391.00;-244.00", "size": "291;24", "children": [{"name": null, "role": "AXStaticText", "description": "Qt UI Designer form", "role_description": "text", "value": 0, "position": "-391.00;-244.00", "size": "291;24", "children": []}]}, {"name": null, "role": "AXRow", "description": "Regular expression", "role_description": "row", "value": 0, "position": "-391.00;-244.00", "size": "291;24", "children": [{"name": null, "role": "AXStaticText", "description": "Regular expression", "role_description": "text", "value": 0, "position": "-391.00;-244.00", "size": "291;24", "children": []}]}, {"name": null, "role": "AXRow", "description": "RELAX NG compact syntax", "role_description": "row", "value": 0, "position": "-391.00;-244.00", "size": "291;24", "children": [{"name": null, "role": "AXStaticText", "description": "RELAX NG compact syntax", "role_description": "text", "value": 0, "position": "-391.00;-244.00", "size": "291;24", "children": []}]}, {"name": null, "role": "AXRow", "description": "Requirements.txt", "role_description": "row", "value": 0, "position": "-391.00;-244.00", "size": "291;24", "children": [{"name": null, "role": "AXStaticText", "description": "Requirements.txt", "role_description": "text", "value": 0, "position": "-391.00;-244.00", "size": "291;24", "children": []}]}, {"name": null, "role": "AXRow", "description": "reStructuredText", "role_description": "row", "value": 0, "position": "-391.00;-244.00", "size": "291;24", "children": [{"name": null, "role": "AXStaticText", "description": "reStructuredText", "role_description": "text", "value": 0, "position": "-391.00;-244.00", "size": "291;24", "children": []}]}, {"name": null, "role": "AXRow", "description": "Scalable Vector Graphics", "role_description": "row", "value": 0, "position": "-391.00;-244.00", "size": "291;24", "children": [{"name": null, "role": "AXStaticText", "description": "Scalable Vector Graphics", "role_description": "text", "value": 0, "position": "-391.00;-244.00", "size": "291;24", "children": []}]}, {"name": null, "role": "AXRow", "description": "Shell script", "role_description": "row", "value": 0, "position": "-391.00;-244.00", "size": "291;24", "children": [{"name": null, "role": "AXStaticText", "description": "Shell script", "role_description": "text", "value": 0, "position": "-391.00;-244.00", "size": "291;24", "children": []}]}, {"name": null, "role": "AXRow", "description": "Spell checker dictionary", "role_description": "row", "value": 0, "position": "-391.00;-244.00", "size": "291;24", "children": [{"name": null, "role": "AXStaticText", "description": "Spell checker dictionary", "role_description": "text", "value": 0, "position": "-391.00;-244.00", "size": "291;24", "children": []}]}, {"name": null, "role": "AXRow", "description": "SQL (syntax highlighting only)", "role_description": "row", "value": 0, "position": "-391.00;-244.00", "size": "291;24", "children": [{"name": null, "role": "AXStaticText", "description": "SQL (syntax highlighting only)", "role_description": "text", "value": 0, "position": "-391.00;-244.00", "size": "291;24", "children": []}]}, {"name": null, "role": "AXRow", "description": "Static analysis results interchange format", "role_description": "row", "value": 0, "position": "-391.00;-244.00", "size": "291;24", "children": [{"name": null, "role": "AXStaticText", "description": "Static analysis results interchange format", "role_description": "text", "value": 0, "position": "-391.00;-244.00", "size": "291;24", "children": []}]}, {"name": null, "role": "AXRow", "description": "Text", "role_description": "row", "value": 0, "position": "-391.00;-244.00", "size": "291;24", "children": [{"name": null, "role": "AXStaticText", "description": "Text", "role_description": "text", "value": 0, "position": "-391.00;-244.00", "size": "291;24", "children": []}]}, {"name": null, "role": "AXRow", "description": "TOML", "role_description": "row", "value": 0, "position": "-391.00;-244.00", "size": "291;24", "children": [{"name": null, "role": "AXStaticText", "description": "TOML", "role_description": "text", "value": 0, "position": "-391.00;-244.00", "size": "291;24", "children": []}]}, {"name": null, "role": "AXRow", "description": "XHTML", "role_description": "row", "value": 0, "position": "-391.00;-244.00", "size": "291;24", "children": [{"name": null, "role": "AXStaticText", "description": "XHTML", "role_description": "text", "value": 0, "position": "-391.00;-244.00", "size": "291;24", "children": []}]}, {"name": null, "role": "AXRow", "description": "XML", "role_description": "row", "value": 0, "position": "-391.00;-244.00", "size": "291;24", "children": [{"name": null, "role": "AXStaticText", "description": "XML", "role_description": "text", "value": 0, "position": "-391.00;-244.00", "size": "291;24", "children": []}]}, {"name": null, "role": "AXRow", "description": "XML Document Type Definition", "role_description": "row", "value": 0, "position": "-391.00;-244.00", "size": "291;24", "children": [{"name": null, "role": "AXStaticText", "description": "XML Document Type Definition", "role_description": "text", "value": 0, "position": "-391.00;-244.00", "size": "291;24", "children": []}]}, {"name": null, "role": "AXRow", "description": "YAML", "role_description": "row", "value": 0, "position": "-391.00;-244.00", "size": "291;24", "children": [{"name": null, "role": "AXStaticText", "description": "YAML", "role_description": "text", "value": 0, "position": "-391.00;-244.00", "size": "291;24", "children": []}]}]}]}, {"name": null, "role": "AXScrollArea", "description": null, "role_description": "scroll area", "value": 0, "position": "-391.00;-244.00", "size": "457;0", "children": [{"name": null, "role": "AXScrollBar", "description": null, "role_description": "scroll bar", "value": 0, "position": "-391.00;-244.00", "size": "0;0", "children": []}, {"name": null, "role": "AXScrollBar", "description": null, "role_description": "scroll bar", "value": 0, "position": "-391.00;-244.00", "size": "0;0", "children": []}]}, {"name": null, "role": "AXGroup", "description": "Action Toolbar", "role_description": "group", "value": 0, "position": "-391.00;-244.00", "size": "457;24", "children": [{"name": null, "role": "AXButton", "description": "Add", "role_description": "button", "value": null, "position": "-391.00;-244.00", "size": "26;24", "children": []}, {"name": null, "role": "AXButton", "description": "Remove", "role_description": "button", "value": null, "position": "-391.00;-244.00", "size": "26;24", "children": []}, {"name": null, "role": "AXButton", "description": "Edit", "role_description": "button", "value": null, "position": "-391.00;-244.00", "size": "26;24", "children": []}]}, {"name": null, "role": "AXScrollArea", "description": null, "role_description": "scroll area", "value": 0, "position": "-391.00;-244.00", "size": "459;155", "children": [{"name": null, "role": "AXList", "description": "list", "role_description": "list", "value": 0, "position": "-391.00;-244.00", "size": "457;154", "children": [{"name": null, "role": "AXRow", "description": "*.gitignore", "role_description": "row", "value": 0, "position": "-391.00;-244.00", "size": "457;24", "children": [{"name": null, "role": "AXStaticText", "description": "*.gitignore", "role_description": "text", "value": 0, "position": "-391.00;-244.00", "size": "457;24", "children": []}]}]}, {"name": null, "role": "AXScrollBar", "description": null, "role_description": "scroll bar", "value": 0, "position": "-391.00;-244.00", "size": "0;0", "children": []}, {"name": null, "role": "AXScrollBar", "description": null, "role_description": "scroll bar", "value": 0, "position": "-391.00;-244.00", "size": "0;0", "children": []}]}, {"name": null, "role": "AXScrollArea", "description": null, "role_description": "scroll area", "value": 0, "position": "-391.00;-244.00", "size": "457;0", "children": [{"name": null, "role": "AXScrollBar", "description": null, "role_description": "scroll bar", "value": 0, "position": "-391.00;-244.00", "size": "0;0", "children": []}, {"name": null, "role": "AXScrollBar", "description": null, "role_description": "scroll bar", "value": 0, "position": "-391.00;-244.00", "size": "0;0", "children": []}]}, {"name": null, "role": "AXGroup", "description": "Action Toolbar", "role_description": "group", "value": 0, "position": "-391.00;-244.00", "size": "457;24", "children": [{"name": null, "role": "AXButton", "description": "Add HashBang Pattern", "role_description": "button", "value": null, "position": "-391.00;-244.00", "size": "26;24", "children": []}, {"name": null, "role": "AXButton", "description": "Remove", "role_description": "button", "value": null, "position": "-391.00;-244.00", "size": "26;24", "children": []}, {"name": null, "role": "AXButton", "description": "Edit", "role_description": "button", "value": null, "position": "-391.00;-244.00", "size": "26;24", "children": []}]}, {"name": null, "role": "AXScrollArea", "description": null, "role_description": "scroll area", "value": 0, "position": "-391.00;-244.00", "size": "459;205", "children": [{"name": null, "role": "AXList", "description": "list", "role_description": "list", "value": 0, "position": "-391.00;-244.00", "size": "457;204", "children": []}, {"name": null, "role": "AXScrollBar", "description": null, "role_description": "scroll bar", "value": 0, "position": "-391.00;-244.00", "size": "0;0", "children": []}, {"name": null, "role": "AXScrollBar", "description": null, "role_description": "scroll bar", "value": 0, "position": "-391.00;-244.00", "size": "0;0", "children": []}]}]}, {"name": null, "role": "AXStaticText", "description": "Default project copyright:", "role_description": "text", "value": "Default project copyright:", "position": "-391.00;-244.00", "size": "157;34", "children": []}, {"name": null, "role": "AXPopUpButton", "description": "Default project copyright:", "role_description": "pop up button", "value": null, "position": "-391.00;-244.00", "size": "512;34", "children": [{"name": null, "role": "AXPopUpButton", "description": null, "role_description": "pop up button", "value": null, "position": "-391.00;-244.00", "size": "0;0", "children": [{"name": null, "role": "AXMenuItem", "description": null, "role_description": "menu item", "value": null, "position": "-391.00;-244.00", "size": "0;0", "children": [{"name": null, "role": "AXList", "description": "list", "role_description": "list", "value": 0, "position": "-391.00;-244.00", "size": "0;0", "children": [{"name": null, "role": "AXRow", "description": "No copyright", "role_description": "row", "value": 0, "position": "-391.00;-244.00", "size": "0;24", "children": [{"name": null, "role": "AXStaticText", "description": "No copyright", "role_description": "text", "value": 0, "position": "-391.00;-244.00", "size": "0;24", "children": []}]}]}, {"name": null, "role": "AXScrollBar", "description": null, "role_description": "scroll bar", "value": 0, "position": "-391.00;-244.00", "size": "0;0", "children": []}]}]}]}, {"name": null, "role": "AXScrollArea", "description": null, "role_description": "scroll area", "value": 0, "position": "-391.00;-244.00", "size": "677;475", "children": [{"name": null, "role": "AXTable", "description": "table", "role_description": "table", "value": 0, "position": "-391.00;-244.00", "size": "677;450", "children": []}, {"name": null, "role": "AXScrollBar", "description": null, "role_description": "scroll bar", "value": 0, "position": "-391.00;-244.00", "size": "0;0", "children": []}, {"name": null, "role": "AXScrollBar", "description": null, "role_description": "scroll bar", "value": 0, "position": "-391.00;-244.00", "size": "0;0", "children": []}, {"name": null, "role": "AXStaticText", "description": "Scope", "role_description": "text", "value": "Scope", "position": "-391.00;-244.00", "size": "339;0", "children": []}, {"name": null, "role": "AXStaticText", "description": "Copyright", "role_description": "text", "value": "Copyright", "position": "-391.00;-244.00", "size": "338;0", "children": []}]}, {"name": null, "role": "AXGroup", "description": "Action Toolbar", "role_description": "group", "value": 0, "position": "-391.00;-244.00", "size": "677;24", "children": [{"name": null, "role": "AXButton", "description": "Add", "role_description": "button", "value": null, "position": "-391.00;-244.00", "size": "26;24", "children": []}, {"name": null, "role": "AXButton", "description": "Remove", "role_description": "button", "value": null, "position": "-391.00;-244.00", "size": "26;24", "children": []}, {"name": null, "role": "AXButton", "description": "Up", "role_description": "button", "value": null, "position": "-391.00;-244.00", "size": "26;24", "children": []}, {"name": null, "role": "AXButton", "description": "Down", "role_description": "button", "value": null, "position": "-391.00;-244.00", "size": "26;24", "children": []}]}, {"name": null, "role": "AXLink", "description": "Select Scopes to add new scopes or modify existing ones", "role_description": "link", "value": null, "position": "-391.00;-244.00", "size": "679;17", "children": []}, {"name": null, "role": "AXRadioButton", "description": "No copyright", "role_description": "radio button", "value": 0, "position": "-391.00;-244.00", "size": "0;0", "children": []}, {"name": null, "role": "AXRadioButton", "description": "Use default settings", "role_description": "radio button", "value": 1, "position": "-391.00;-244.00", "size": "0;0", "children": []}, {"name": null, "role": "AXRadioButton", "description": "Use custom formatting options", "role_description": "radio button", "value": 0, "position": "-391.00;-244.00", "size": "0;0", "children": []}, {"name": null, "role": "AXStaticText", "description": "Comment Type", "role_description": "text", "value": "Comment Type", "position": "-391.00;-244.00", "size": "94;17", "children": []}, {"name": null, "role": "AXRadioButton", "description": "Use block comment", "role_description": "radio button", "value": 1, "position": "-391.00;-244.00", "size": "150;25", "children": []}, {"name": null, "role": "AXCheckBox", "description": "Prefix each line", "role_description": "checkbox", "value": 1, "position": "-391.00;-244.00", "size": "122;25", "children": []}, {"name": null, "role": "AXRadioButton", "description": "Use line comment", "role_description": "radio button", "value": 0, "position": "-391.00;-244.00", "size": "138;25", "children": []}, {"name": null, "role": "AXStaticText", "description": "Relative Location", "role_description": "text", "value": "Relative Location", "position": "-391.00;-244.00", "size": "105;17", "children": []}, {"name": null, "role": "AXRadioButton", "description": "Before other comments", "role_description": "radio button", "value": 1, "position": "-391.00;-244.00", "size": "173;25", "children": []}, {"name": null, "role": "AXRadioButton", "description": "After other comments", "role_description": "radio button", "value": 0, "position": "-391.00;-244.00", "size": "163;25", "children": []}, {"name": null, "role": "AXStaticText", "description": "Borders", "role_description": "text", "value": "Borders", "position": "-391.00;-244.00", "size": "48;17", "children": []}, {"name": null, "role": "AXCheckBox", "description": "Separator before", "role_description": "checkbox", "value": 0, "position": "-391.00;-244.00", "size": "133;25", "children": []}, {"name": null, "role": "AXStaticText", "description": "Length:", "role_description": "text", "value": "Length:", "position": "-391.00;-244.00", "size": "46;17", "children": []}, {"name": null, "role": "AXTextField", "description": "Length:", "role_description": "text field", "value": "80", "position": "-391.00;-244.00", "size": "72;34", "children": []}, {"name": null, "role": "AXCheckBox", "description": "Separator after", "role_description": "checkbox", "value": 0, "position": "-391.00;-244.00", "size": "121;25", "children": []}, {"name": null, "role": "AXStaticText", "description": "Length:", "role_description": "text", "value": "Length:", "position": "-391.00;-244.00", "size": "46;17", "children": []}, {"name": null, "role": "AXTextField", "description": "Length:", "role_description": "text field", "value": "80", "position": "-391.00;-244.00", "size": "72;34", "children": []}, {"name": null, "role": "AXStaticText", "description": "Separator:", "role_description": "text", "value": "Separator:", "position": "-391.00;-244.00", "size": "64;17", "children": []}, {"name": null, "role": "AXTextField", "description": "Separator:", "role_description": "text field", "value": "", "position": "-391.00;-244.00", "size": "50;34", "children": []}, {"name": null, "role": "AXCheckBox", "description": "Box", "role_description": "checkbox", "value": 0, "position": "-391.00;-244.00", "size": "51;25", "children": []}, {"name": null, "role": "AXCheckBox", "description": "Add blank line before", "role_description": "checkbox", "value": 0, "position": "-391.00;-244.00", "size": "159;25", "children": []}, {"name": null, "role": "AXCheckBox", "description": "Add blank line after", "role_description": "checkbox", "value": 1, "position": "-391.00;-244.00", "size": "148;25", "children": []}, {"name": null, "role": "AXScrollArea", "description": null, "role_description": "scroll area", "value": 0, "position": "-391.00;-244.00", "size": "683;341", "children": [{"name": null, "role": "AXTextField", "description": null, "role_description": "text field", "value": "<No comments>", "position": "-391.00;-244.00", "size": "677;335", "children": []}, {"name": null, "role": "AXScrollBar", "description": null, "role_description": "scroll bar", "value": 0, "position": "-391.00;-244.00", "size": "0;0", "children": []}, {"name": null, "role": "AXScrollBar", "description": null, "role_description": "scroll bar", "value": 0, "position": "-391.00;-244.00", "size": "0;0", "children": []}]}, {"name": null, "role": "AXScrollArea", "description": null, "role_description": "scroll area", "value": 0, "position": "-391.00;-244.00", "size": "142;575", "children": [{"name": null, "role": "AXOutline", "description": "tree", "role_description": "outline", "value": 0, "position": "-391.00;-244.00", "size": "142;575", "children": []}, {"name": null, "role": "AXScrollBar", "description": null, "role_description": "scroll bar", "value": 0, "position": "-391.00;-244.00", "size": "0;0", "children": []}, {"name": null, "role": "AXScrollBar", "description": null, "role_description": "scroll bar", "value": 0, "position": "-391.00;-244.00", "size": "0;0", "children": []}]}, {"name": null, "role": "AXGroup", "description": "Action Toolbar", "role_description": "group", "value": 0, "position": "-391.00;-244.00", "size": "142;24", "children": [{"name": null, "role": "AXButton", "description": "Add Profile", "role_description": "button", "value": null, "position": "-391.00;-244.00", "size": "26;24", "children": []}, {"name": null, "role": "AXButton", "description": "Delete", "role_description": "button", "value": null, "position": "-391.00;-244.00", "size": "26;24", "children": []}, {"name": null, "role": "AXButton", "description": "Copy", "role_description": "button", "value": null, "position": "-391.00;-244.00", "size": "26;24", "children": []}, {"name": null, "role": "AXButton", "description": "Import", "role_description": "button", "value": null, "position": "-391.00;-244.00", "size": "26;24", "children": []}]}, {"name": null, "role": "AXStaticText", "description": "Select a profile to view or edit its details here", "role_description": "text", "value": "Select a profile to view or edit its details here", "position": "-391.00;-244.00", "size": "568;600", "children": []}, {"name": null, "role": "AXScrollArea", "description": null, "role_description": "scroll area", "value": 0, "position": "-391.00;-244.00", "size": "711;600", "children": [{"name": null, "role": "AXScrollBar", "description": null, "role_description": "scroll bar", "value": 0, "position": "-391.00;-244.00", "size": "0;0", "children": []}, {"name": null, "role": "AXScrollBar", "description": null, "role_description": "scroll bar", "value": 0, "position": "-391.00;-244.00", "size": "0;0", "children": []}, {"name": null, "role": "AXRadioButton", "description": "No copyright", "role_description": "radio button", "value": 0, "position": "-391.00;-244.00", "size": "108;25", "children": []}, {"name": null, "role": "AXRadioButton", "description": "Use default settings", "role_description": "radio button", "value": 1, "position": "-391.00;-244.00", "size": "152;25", "children": []}, {"name": null, "role": "AXRadioButton", "description": "Use custom formatting options", "role_description": "radio button", "value": 0, "position": "-391.00;-244.00", "size": "218;25", "children": []}, {"name": null, "role": "AXStaticText", "description": "Comment Type", "role_description": "text", "value": "Comment Type", "position": "-391.00;-244.00", "size": "94;17", "children": []}, {"name": null, "role": "AXRadioButton", "description": "Use block comment", "role_description": "radio button", "value": 1, "position": "-391.00;-244.00", "size": "150;25", "children": []}, {"name": null, "role": "AXCheckBox", "description": "Prefix each line", "role_description": "checkbox", "value": 0, "position": "-391.00;-244.00", "size": "122;25", "children": []}, {"name": null, "role": "AXRadioButton", "description": "Use line comment", "role_description": "radio button", "value": 0, "position": "-391.00;-244.00", "size": "138;25", "children": []}, {"name": null, "role": "AXStaticText", "description": "Relative Location", "role_description": "text", "value": "Relative Location", "position": "-391.00;-244.00", "size": "105;17", "children": []}, {"name": null, "role": "AXRadioButton", "description": "Before other comments", "role_description": "radio button", "value": 1, "position": "-391.00;-244.00", "size": "173;25", "children": []}, {"name": null, "role": "AXRadioButton", "description": "After other comments", "role_description": "radio button", "value": 0, "position": "-391.00;-244.00", "size": "163;25", "children": []}, {"name": null, "role": "AXStaticText", "description": "Borders", "role_description": "text", "value": "Borders", "position": "-391.00;-244.00", "size": "48;17", "children": []}, {"name": null, "role": "AXCheckBox", "description": "Separator before", "role_description": "checkbox", "value": 0, "position": "-391.00;-244.00", "size": "133;25", "children": []}, {"name": null, "role": "AXStaticText", "description": "Length:", "role_description": "text", "value": "Length:", "position": "-391.00;-244.00", "size": "46;17", "children": []}, {"name": null, "role": "AXTextField", "description": "Length:", "role_description": "text field", "value": "80", "position": "-391.00;-244.00", "size": "72;34", "children": []}, {"name": null, "role": "AXCheckBox", "description": "Separator after", "role_description": "checkbox", "value": 0, "position": "-391.00;-244.00", "size": "121;25", "children": []}, {"name": null, "role": "AXStaticText", "description": "Length:", "role_description": "text", "value": "Length:", "position": "-391.00;-244.00", "size": "46;17", "children": []}, {"name": null, "role": "AXTextField", "description": "Length:", "role_description": "text field", "value": "80", "position": "-391.00;-244.00", "size": "72;34", "children": []}, {"name": null, "role": "AXStaticText", "description": "Separator:", "role_description": "text", "value": "Separator:", "position": "-391.00;-244.00", "size": "64;17", "children": []}, {"name": null, "role": "AXTextField", "description": "Separator:", "role_description": "text field", "value": "", "position": "-391.00;-244.00", "size": "50;34", "children": []}, {"name": null, "role": "AXCheckBox", "description": "Box", "role_description": "checkbox", "value": 0, "position": "-391.00;-244.00", "size": "51;25", "children": []}, {"name": null, "role": "AXCheckBox", "description": "Add blank line before", "role_description": "checkbox", "value": 0, "position": "-391.00;-244.00", "size": "159;25", "children": []}, {"name": null, "role": "AXCheckBox", "description": "Add blank line after", "role_description": "checkbox", "value": 1, "position": "-391.00;-244.00", "size": "148;25", "children": []}, {"name": null, "role": "AXScrollArea", "description": null, "role_description": "scroll area", "value": 0, "position": "-391.00;-244.00", "size": "683;254", "children": [{"name": null, "role": "AXScrollBar", "description": null, "role_description": "scroll bar", "value": 0, "position": "-391.00;-244.00", "size": "0;0", "children": []}, {"name": null, "role": "AXScrollBar", "description": null, "role_description": "scroll bar", "value": 0, "position": "-391.00;-244.00", "size": "677;14", "children": []}, {"name": null, "role": "AXTextField", "description": null, "role_description": "text field", "value": "<!--\n  - Copyright (c) 2024. Lorem ipsum dolor sit amet, consectetur adipiscing elit. \n  - Morbi non lorem porttitor neque feugiat blandit. Ut vitae ipsum eget quam lacinia accumsan. \n  - Etiam sed turpis ac ipsum condimentum fringilla. Maecenas magna. \n  - Proin dapibus sapien vel ante. Aliquam erat volutpat. Pellentesque sagittis ligula eget metus. \n  - Vestibulum commodo. Ut rhoncus gravida arcu. \n  -->", "position": "-391.00;-244.00", "size": "782;248", "children": []}]}]}, {"name": null, "role": "AXScrollArea", "description": null, "role_description": "scroll area", "value": 0, "position": "-391.00;-244.00", "size": "711;600", "children": [{"name": null, "role": "AXScrollBar", "description": null, "role_description": "scroll bar", "value": 0, "position": "-391.00;-244.00", "size": "14;600", "children": []}, {"name": null, "role": "AXScrollBar", "description": null, "role_description": "scroll bar", "value": 0, "position": "-391.00;-244.00", "size": "0;0", "children": []}, {"name": null, "role": "AXRadioButton", "description": "No copyright", "role_description": "radio button", "value": 0, "position": "-391.00;-244.00", "size": "108;25", "children": []}, {"name": null, "role": "AXRadioButton", "description": "Use default settings", "role_description": "radio button", "value": 1, "position": "-391.00;-244.00", "size": "152;25", "children": []}, {"name": null, "role": "AXRadioButton", "description": "Use custom formatting options", "role_description": "radio button", "value": 0, "position": "-391.00;-244.00", "size": "218;25", "children": []}, {"name": null, "role": "AXStaticText", "description": "Comment Type", "role_description": "text", "value": "Comment Type", "position": "-391.00;-244.00", "size": "94;17", "children": []}, {"name": null, "role": "AXRadioButton", "description": "Use block comment", "role_description": "radio button", "value": 1, "position": "-391.00;-244.00", "size": "150;25", "children": []}, {"name": null, "role": "AXCheckBox", "description": "Prefix each line", "role_description": "checkbox", "value": 0, "position": "-391.00;-244.00", "size": "122;25", "children": []}, {"name": null, "role": "AXRadioButton", "description": "Use line comment", "role_description": "radio button", "value": 0, "position": "-391.00;-244.00", "size": "138;25", "children": []}, {"name": null, "role": "AXStaticText", "description": "Relative Location", "role_description": "text", "value": "Relative Location", "position": "-391.00;-244.00", "size": "105;17", "children": []}, {"name": null, "role": "AXRadioButton", "description": "Before other comments", "role_description": "radio button", "value": 1, "position": "-391.00;-244.00", "size": "173;25", "children": []}, {"name": null, "role": "AXRadioButton", "description": "After other comments", "role_description": "radio button", "value": 0, "position": "-391.00;-244.00", "size": "163;25", "children": []}, {"name": null, "role": "AXStaticText", "description": "Borders", "role_description": "text", "value": "Borders", "position": "-391.00;-244.00", "size": "48;17", "children": []}, {"name": null, "role": "AXCheckBox", "description": "Separator before", "role_description": "checkbox", "value": 0, "position": "-391.00;-244.00", "size": "133;25", "children": []}, {"name": null, "role": "AXStaticText", "description": "Length:", "role_description": "text", "value": "Length:", "position": "-391.00;-244.00", "size": "46;17", "children": []}, {"name": null, "role": "AXTextField", "description": "Length:", "role_description": "text field", "value": "80", "position": "-391.00;-244.00", "size": "72;34", "children": []}, {"name": null, "role": "AXCheckBox", "description": "Separator after", "role_description": "checkbox", "value": 0, "position": "-391.00;-244.00", "size": "121;25", "children": []}, {"name": null, "role": "AXStaticText", "description": "Length:", "role_description": "text", "value": "Length:", "position": "-391.00;-244.00", "size": "46;17", "children": []}, {"name": null, "role": "AXTextField", "description": "Length:", "role_description": "text field", "value": "80", "position": "-391.00;-244.00", "size": "72;34", "children": []}, {"name": null, "role": "AXStaticText", "description": "Separator:", "role_description": "text", "value": "Separator:", "position": "-391.00;-244.00", "size": "64;17", "children": []}, {"name": null, "role": "AXTextField", "description": "Separator:", "role_description": "text field", "value": "", "position": "-391.00;-244.00", "size": "50;34", "children": []}, {"name": null, "role": "AXCheckBox", "description": "Box", "role_description": "checkbox", "value": 0, "position": "-391.00;-244.00", "size": "51;25", "children": []}, {"name": null, "role": "AXCheckBox", "description": "Add blank line before", "role_description": "checkbox", "value": 0, "position": "-391.00;-244.00", "size": "159;25", "children": []}, {"name": null, "role": "AXCheckBox", "description": "Add blank line after", "role_description": "checkbox", "value": 1, "position": "-391.00;-244.00", "size": "148;25", "children": []}, {"name": null, "role": "AXStaticText", "description": "Location in File", "role_description": "text", "value": "Location in File", "position": "-391.00;-244.00", "size": "92;17", "children": []}, {"name": null, "role": "AXRadioButton", "description": "Before doctype", "role_description": "radio button", "value": 1, "position": "-391.00;-244.00", "size": "123;25", "children": []}, {"name": null, "role": "AXRadioButton", "description": "Before root tag", "role_description": "radio button", "value": 0, "position": "-391.00;-244.00", "size": "121;25", "children": []}, {"name": null, "role": "AXScrollArea", "description": null, "role_description": "scroll area", "value": 0, "position": "-391.00;-244.00", "size": "683;152", "children": [{"name": null, "role": "AXScrollBar", "description": null, "role_description": "scroll bar", "value": 0, "position": "-391.00;-244.00", "size": "0;0", "children": []}, {"name": null, "role": "AXScrollBar", "description": null, "role_description": "scroll bar", "value": 0, "position": "-391.00;-244.00", "size": "677;14", "children": []}, {"name": null, "role": "AXTextField", "description": null, "role_description": "text field", "value": "<!--\n  ~ Copyright (c) 2024. Lorem ipsum dolor sit amet, consectetur adipiscing elit. \n  ~ Morbi non lorem porttitor neque feugiat blandit. Ut vitae ipsum eget quam lacinia accumsan. \n  ~ Etiam sed turpis ac ipsum condimentum fringilla. Maecenas magna. \n  ~ Proin dapibus sapien vel ante. Aliquam erat volutpat. Pellentesque sagittis ligula eget metus. \n  ~ Vestibulum commodo. Ut rhoncus gravida arcu. \n  -->", "position": "-391.00;-244.00", "size": "782;146", "children": []}]}]}, {"name": null, "role": "AXScrollArea", "description": null, "role_description": "scroll area", "value": 0, "position": "-391.00;-244.00", "size": "711;600", "children": [{"name": null, "role": "AXScrollBar", "description": null, "role_description": "scroll bar", "value": 0, "position": "-391.00;-244.00", "size": "0;0", "children": []}, {"name": null, "role": "AXScrollBar", "description": null, "role_description": "scroll bar", "value": 0, "position": "-391.00;-244.00", "size": "0;0", "children": []}, {"name": null, "role": "AXRadioButton", "description": "No copyright", "role_description": "radio button", "value": 0, "position": "-391.00;-244.00", "size": "108;25", "children": []}, {"name": null, "role": "AXRadioButton", "description": "Use default settings", "role_description": "radio button", "value": 1, "position": "-391.00;-244.00", "size": "152;25", "children": []}, {"name": null, "role": "AXRadioButton", "description": "Use custom formatting options", "role_description": "radio button", "value": 0, "position": "-391.00;-244.00", "size": "218;25", "children": []}, {"name": null, "role": "AXStaticText", "description": "Comment Type", "role_description": "text", "value": "Comment Type", "position": "-391.00;-244.00", "size": "94;17", "children": []}, {"name": null, "role": "AXRadioButton", "description": "Use block comment", "role_description": "radio button", "value": 1, "position": "-391.00;-244.00", "size": "150;25", "children": []}, {"name": null, "role": "AXCheckBox", "description": "Prefix each line", "role_description": "checkbox", "value": 1, "position": "-391.00;-244.00", "size": "122;25", "children": []}, {"name": null, "role": "AXRadioButton", "description": "Use line comment", "role_description": "radio button", "value": 0, "position": "-391.00;-244.00", "size": "138;25", "children": []}, {"name": null, "role": "AXStaticText", "description": "Relative Location", "role_description": "text", "value": "Relative Location", "position": "-391.00;-244.00", "size": "105;17", "children": []}, {"name": null, "role": "AXRadioButton", "description": "Before other comments", "role_description": "radio button", "value": 1, "position": "-391.00;-244.00", "size": "173;25", "children": []}, {"name": null, "role": "AXRadioButton", "description": "After other comments", "role_description": "radio button", "value": 0, "position": "-391.00;-244.00", "size": "163;25", "children": []}, {"name": null, "role": "AXStaticText", "description": "Borders", "role_description": "text", "value": "Borders", "position": "-391.00;-244.00", "size": "48;17", "children": []}, {"name": null, "role": "AXCheckBox", "description": "Separator before", "role_description": "checkbox", "value": 0, "position": "-391.00;-244.00", "size": "133;25", "children": []}, {"name": null, "role": "AXStaticText", "description": "Length:", "role_description": "text", "value": "Length:", "position": "-391.00;-244.00", "size": "46;17", "children": []}, {"name": null, "role": "AXTextField", "description": "Length:", "role_description": "text field", "value": "80", "position": "-391.00;-244.00", "size": "72;34", "children": []}, {"name": null, "role": "AXCheckBox", "description": "Separator after", "role_description": "checkbox", "value": 0, "position": "-391.00;-244.00", "size": "121;25", "children": []}, {"name": null, "role": "AXStaticText", "description": "Length:", "role_description": "text", "value": "Length:", "position": "-391.00;-244.00", "size": "46;17", "children": []}, {"name": null, "role": "AXTextField", "description": "Length:", "role_description": "text field", "value": "80", "position": "-391.00;-244.00", "size": "72;34", "children": []}, {"name": null, "role": "AXStaticText", "description": "Separator:", "role_description": "text", "value": "Separator:", "position": "-391.00;-244.00", "size": "64;17", "children": []}, {"name": null, "role": "AXTextField", "description": "Separator:", "role_description": "text field", "value": "", "position": "-391.00;-244.00", "size": "50;34", "children": []}, {"name": null, "role": "AXCheckBox", "description": "Box", "role_description": "checkbox", "value": 0, "position": "-391.00;-244.00", "size": "51;25", "children": []}, {"name": null, "role": "AXCheckBox", "description": "Add blank line before", "role_description": "checkbox", "value": 0, "position": "-391.00;-244.00", "size": "159;25", "children": []}, {"name": null, "role": "AXCheckBox", "description": "Add blank line after", "role_description": "checkbox", "value": 1, "position": "-391.00;-244.00", "size": "148;25", "children": []}, {"name": null, "role": "AXScrollArea", "description": null, "role_description": "scroll area", "value": 0, "position": "-391.00;-244.00", "size": "683;254", "children": [{"name": null, "role": "AXScrollBar", "description": null, "role_description": "scroll bar", "value": 0, "position": "-391.00;-244.00", "size": "0;0", "children": []}, {"name": null, "role": "AXScrollBar", "description": null, "role_description": "scroll bar", "value": 0, "position": "-391.00;-244.00", "size": "677;14", "children": []}, {"name": null, "role": "AXTextField", "description": null, "role_description": "text field", "value": "#\n# Copyright (c) 2024. Lorem ipsum dolor sit amet, consectetur adipiscing elit. \n# Morbi non lorem porttitor neque feugiat blandit. Ut vitae ipsum eget quam lacinia accumsan. \n# Etiam sed turpis ac ipsum condimentum fringilla. Maecenas magna. \n# Proin dapibus sapien vel ante. Aliquam erat volutpat. Pellentesque sagittis ligula eget metus. \n# Vestibulum commodo. Ut rhoncus gravida arcu. \n#", "position": "-391.00;-244.00", "size": "767;248", "children": []}]}]}, {"name": null, "role": "AXScrollArea", "description": null, "role_description": "scroll area", "value": 0, "position": "-391.00;-244.00", "size": "711;600", "children": [{"name": null, "role": "AXScrollBar", "description": null, "role_description": "scroll bar", "value": 0, "position": "-391.00;-244.00", "size": "0;0", "children": []}, {"name": null, "role": "AXScrollBar", "description": null, "role_description": "scroll bar", "value": 0, "position": "-391.00;-244.00", "size": "0;0", "children": []}, {"name": null, "role": "AXRadioButton", "description": "No copyright", "role_description": "radio button", "value": 0, "position": "-391.00;-244.00", "size": "108;25", "children": []}, {"name": null, "role": "AXRadioButton", "description": "Use default settings", "role_description": "radio button", "value": 0, "position": "-391.00;-244.00", "size": "152;25", "children": []}, {"name": null, "role": "AXRadioButton", "description": "Use custom formatting options", "role_description": "radio button", "value": 1, "position": "-391.00;-244.00", "size": "218;25", "children": []}, {"name": null, "role": "AXStaticText", "description": "Comment Type", "role_description": "text", "value": "Comment Type", "position": "-391.00;-244.00", "size": "94;17", "children": []}, {"name": null, "role": "AXRadioButton", "description": "Use block comment", "role_description": "radio button", "value": 0, "position": "-391.00;-244.00", "size": "150;25", "children": []}, {"name": null, "role": "AXCheckBox", "description": "Prefix each line", "role_description": "checkbox", "value": 1, "position": "-391.00;-244.00", "size": "122;25", "children": []}, {"name": null, "role": "AXRadioButton", "description": "Use line comment", "role_description": "radio button", "value": 1, "position": "-391.00;-244.00", "size": "138;25", "children": []}, {"name": null, "role": "AXStaticText", "description": "Relative Location", "role_description": "text", "value": "Relative Location", "position": "-391.00;-244.00", "size": "105;17", "children": []}, {"name": null, "role": "AXRadioButton", "description": "Before other comments", "role_description": "radio button", "value": 1, "position": "-391.00;-244.00", "size": "173;25", "children": []}, {"name": null, "role": "AXRadioButton", "description": "After other comments", "role_description": "radio button", "value": 0, "position": "-391.00;-244.00", "size": "163;25", "children": []}, {"name": null, "role": "AXStaticText", "description": "Borders", "role_description": "text", "value": "Borders", "position": "-391.00;-244.00", "size": "48;17", "children": []}, {"name": null, "role": "AXCheckBox", "description": "Separator before", "role_description": "checkbox", "value": 0, "position": "-391.00;-244.00", "size": "133;25", "children": []}, {"name": null, "role": "AXStaticText", "description": "Length:", "role_description": "text", "value": "Length:", "position": "-391.00;-244.00", "size": "46;17", "children": []}, {"name": null, "role": "AXTextField", "description": "Length:", "role_description": "text field", "value": "80", "position": "-391.00;-244.00", "size": "72;34", "children": []}, {"name": null, "role": "AXCheckBox", "description": "Separator after", "role_description": "checkbox", "value": 0, "position": "-391.00;-244.00", "size": "121;25", "children": []}, {"name": null, "role": "AXStaticText", "description": "Length:", "role_description": "text", "value": "Length:", "position": "-391.00;-244.00", "size": "46;17", "children": []}, {"name": null, "role": "AXTextField", "description": "Length:", "role_description": "text field", "value": "80", "position": "-391.00;-244.00", "size": "72;34", "children": []}, {"name": null, "role": "AXStaticText", "description": "Separator:", "role_description": "text", "value": "Separator:", "position": "-391.00;-244.00", "size": "64;17", "children": []}, {"name": null, "role": "AXTextField", "description": "Separator:", "role_description": "text field", "value": "", "position": "-391.00;-244.00", "size": "50;34", "children": []}, {"name": null, "role": "AXCheckBox", "description": "Box", "role_description": "checkbox", "value": 0, "position": "-391.00;-244.00", "size": "51;25", "children": []}, {"name": null, "role": "AXCheckBox", "description": "Add blank line before", "role_description": "checkbox", "value": 0, "position": "-391.00;-244.00", "size": "159;25", "children": []}, {"name": null, "role": "AXCheckBox", "description": "Add blank line after", "role_description": "checkbox", "value": 1, "position": "-391.00;-244.00", "size": "148;25", "children": []}, {"name": null, "role": "AXScrollArea", "description": null, "role_description": "scroll area", "value": 0, "position": "-391.00;-244.00", "size": "683;254", "children": [{"name": null, "role": "AXScrollBar", "description": null, "role_description": "scroll bar", "value": 0, "position": "-391.00;-244.00", "size": "0;0", "children": []}, {"name": null, "role": "AXScrollBar", "description": null, "role_description": "scroll bar", "value": 0, "position": "-391.00;-244.00", "size": "677;14", "children": []}, {"name": null, "role": "AXTextField", "description": null, "role_description": "text field", "value": "#  Copyright (c) 2024. Lorem ipsum dolor sit amet, consectetur adipiscing elit.\n#  Morbi non lorem porttitor neque feugiat blandit. Ut vitae ipsum eget quam lacinia accumsan.\n#  Etiam sed turpis ac ipsum condimentum fringilla. Maecenas magna.\n#  Proin dapibus sapien vel ante. Aliquam erat volutpat. Pellentesque sagittis ligula eget metus.\n#  Vestibulum commodo. Ut rhoncus gravida arcu.", "position": "-391.00;-244.00", "size": "767;248", "children": []}]}]}, {"name": null, "role": "AXScrollArea", "description": null, "role_description": "scroll area", "value": 0, "position": "-391.00;-244.00", "size": "711;600", "children": [{"name": null, "role": "AXScrollBar", "description": null, "role_description": "scroll bar", "value": 0, "position": "-391.00;-244.00", "size": "0;0", "children": []}, {"name": null, "role": "AXScrollBar", "description": null, "role_description": "scroll bar", "value": 0, "position": "-391.00;-244.00", "size": "0;0", "children": []}, {"name": null, "role": "AXRadioButton", "description": "No copyright", "role_description": "radio button", "value": 0, "position": "-391.00;-244.00", "size": "108;25", "children": []}, {"name": null, "role": "AXRadioButton", "description": "Use default settings", "role_description": "radio button", "value": 1, "position": "-391.00;-244.00", "size": "152;25", "children": []}, {"name": null, "role": "AXRadioButton", "description": "Use custom formatting options", "role_description": "radio button", "value": 0, "position": "-391.00;-244.00", "size": "218;25", "children": []}, {"name": null, "role": "AXStaticText", "description": "Comment Type", "role_description": "text", "value": "Comment Type", "position": "-391.00;-244.00", "size": "94;17", "children": []}, {"name": null, "role": "AXRadioButton", "description": "Use block comment", "role_description": "radio button", "value": 1, "position": "-391.00;-244.00", "size": "150;25", "children": []}, {"name": null, "role": "AXCheckBox", "description": "Prefix each line", "role_description": "checkbox", "value": 1, "position": "-391.00;-244.00", "size": "122;25", "children": []}, {"name": null, "role": "AXRadioButton", "description": "Use line comment", "role_description": "radio button", "value": 0, "position": "-391.00;-244.00", "size": "138;25", "children": []}, {"name": null, "role": "AXStaticText", "description": "Relative Location", "role_description": "text", "value": "Relative Location", "position": "-391.00;-244.00", "size": "105;17", "children": []}, {"name": null, "role": "AXRadioButton", "description": "Before other comments", "role_description": "radio button", "value": 1, "position": "-391.00;-244.00", "size": "173;25", "children": []}, {"name": null, "role": "AXRadioButton", "description": "After other comments", "role_description": "radio button", "value": 0, "position": "-391.00;-244.00", "size": "163;25", "children": []}, {"name": null, "role": "AXStaticText", "description": "Borders", "role_description": "text", "value": "Borders", "position": "-391.00;-244.00", "size": "48;17", "children": []}, {"name": null, "role": "AXCheckBox", "description": "Separator before", "role_description": "checkbox", "value": 0, "position": "-391.00;-244.00", "size": "133;25", "children": []}, {"name": null, "role": "AXStaticText", "description": "Length:", "role_description": "text", "value": "Length:", "position": "-391.00;-244.00", "size": "46;17", "children": []}, {"name": null, "role": "AXTextField", "description": "Length:", "role_description": "text field", "value": "80", "position": "-391.00;-244.00", "size": "72;34", "children": []}, {"name": null, "role": "AXCheckBox", "description": "Separator after", "role_description": "checkbox", "value": 0, "position": "-391.00;-244.00", "size": "121;25", "children": []}, {"name": null, "role": "AXStaticText", "description": "Length:", "role_description": "text", "value": "Length:", "position": "-391.00;-244.00", "size": "46;17", "children": []}, {"name": null, "role": "AXTextField", "description": "Length:", "role_description": "text field", "value": "80", "position": "-391.00;-244.00", "size": "72;34", "children": []}, {"name": null, "role": "AXStaticText", "description": "Separator:", "role_description": "text", "value": "Separator:", "position": "-391.00;-244.00", "size": "64;17", "children": []}, {"name": null, "role": "AXTextField", "description": "Separator:", "role_description": "text field", "value": "", "position": "-391.00;-244.00", "size": "50;34", "children": []}, {"name": null, "role": "AXCheckBox", "description": "Box", "role_description": "checkbox", "value": 0, "position": "-391.00;-244.00", "size": "51;25", "children": []}, {"name": null, "role": "AXCheckBox", "description": "Add blank line before", "role_description": "checkbox", "value": 0, "position": "-391.00;-244.00", "size": "159;25", "children": []}, {"name": null, "role": "AXCheckBox", "description": "Add blank line after", "role_description": "checkbox", "value": 1, "position": "-391.00;-244.00", "size": "148;25", "children": []}, {"name": null, "role": "AXScrollArea", "description": null, "role_description": "scroll area", "value": 0, "position": "-391.00;-244.00", "size": "683;254", "children": [{"name": null, "role": "AXScrollBar", "description": null, "role_description": "scroll bar", "value": 0, "position": "-391.00;-244.00", "size": "0;0", "children": []}, {"name": null, "role": "AXScrollBar", "description": null, "role_description": "scroll bar", "value": 0, "position": "-391.00;-244.00", "size": "677;14", "children": []}, {"name": null, "role": "AXTextField", "description": null, "role_description": "text field", "value": "#\n# Copyright (c) 2024. Lorem ipsum dolor sit amet, consectetur adipiscing elit. \n# Morbi non lorem porttitor neque feugiat blandit. Ut vitae ipsum eget quam lacinia accumsan. \n# Etiam sed turpis ac ipsum condimentum fringilla. Maecenas magna. \n# Proin dapibus sapien vel ante. Aliquam erat volutpat. Pellentesque sagittis ligula eget metus. \n# Vestibulum commodo. Ut rhoncus gravida arcu. \n#", "position": "-391.00;-244.00", "size": "767;248", "children": []}]}]}, {"name": null, "role": "AXScrollArea", "description": null, "role_description": "scroll area", "value": 0, "position": "-391.00;-244.00", "size": "711;600", "children": [{"name": null, "role": "AXScrollBar", "description": null, "role_description": "scroll bar", "value": 0, "position": "-391.00;-244.00", "size": "0;0", "children": []}, {"name": null, "role": "AXScrollBar", "description": null, "role_description": "scroll bar", "value": 0, "position": "-391.00;-244.00", "size": "0;0", "children": []}, {"name": null, "role": "AXRadioButton", "description": "No copyright", "role_description": "radio button", "value": 0, "position": "-391.00;-244.00", "size": "108;25", "children": []}, {"name": null, "role": "AXRadioButton", "description": "Use default settings", "role_description": "radio button", "value": 1, "position": "-391.00;-244.00", "size": "152;25", "children": []}, {"name": null, "role": "AXRadioButton", "description": "Use custom formatting options", "role_description": "radio button", "value": 0, "position": "-391.00;-244.00", "size": "218;25", "children": []}, {"name": null, "role": "AXStaticText", "description": "Comment Type", "role_description": "text", "value": "Comment Type", "position": "-391.00;-244.00", "size": "94;17", "children": []}, {"name": null, "role": "AXRadioButton", "description": "Use block comment", "role_description": "radio button", "value": 1, "position": "-391.00;-244.00", "size": "150;25", "children": []}, {"name": null, "role": "AXCheckBox", "description": "Prefix each line", "role_description": "checkbox", "value": 1, "position": "-391.00;-244.00", "size": "122;25", "children": []}, {"name": null, "role": "AXRadioButton", "description": "Use line comment", "role_description": "radio button", "value": 0, "position": "-391.00;-244.00", "size": "138;25", "children": []}, {"name": null, "role": "AXStaticText", "description": "Relative Location", "role_description": "text", "value": "Relative Location", "position": "-391.00;-244.00", "size": "105;17", "children": []}, {"name": null, "role": "AXRadioButton", "description": "Before other comments", "role_description": "radio button", "value": 1, "position": "-391.00;-244.00", "size": "173;25", "children": []}, {"name": null, "role": "AXRadioButton", "description": "After other comments", "role_description": "radio button", "value": 0, "position": "-391.00;-244.00", "size": "163;25", "children": []}, {"name": null, "role": "AXStaticText", "description": "Borders", "role_description": "text", "value": "Borders", "position": "-391.00;-244.00", "size": "48;17", "children": []}, {"name": null, "role": "AXCheckBox", "description": "Separator before", "role_description": "checkbox", "value": 0, "position": "-391.00;-244.00", "size": "133;25", "children": []}, {"name": null, "role": "AXStaticText", "description": "Length:", "role_description": "text", "value": "Length:", "position": "-391.00;-244.00", "size": "46;17", "children": []}, {"name": null, "role": "AXTextField", "description": "Length:", "role_description": "text field", "value": "80", "position": "-391.00;-244.00", "size": "72;34", "children": []}, {"name": null, "role": "AXCheckBox", "description": "Separator after", "role_description": "checkbox", "value": 0, "position": "-391.00;-244.00", "size": "121;25", "children": []}, {"name": null, "role": "AXStaticText", "description": "Length:", "role_description": "text", "value": "Length:", "position": "-391.00;-244.00", "size": "46;17", "children": []}, {"name": null, "role": "AXTextField", "description": "Length:", "role_description": "text field", "value": "80", "position": "-391.00;-244.00", "size": "72;34", "children": []}, {"name": null, "role": "AXStaticText", "description": "Separator:", "role_description": "text", "value": "Separator:", "position": "-391.00;-244.00", "size": "64;17", "children": []}, {"name": null, "role": "AXTextField", "description": "Separator:", "role_description": "text field", "value": "", "position": "-391.00;-244.00", "size": "50;34", "children": []}, {"name": null, "role": "AXCheckBox", "description": "Box", "role_description": "checkbox", "value": 0, "position": "-391.00;-244.00", "size": "51;25", "children": []}, {"name": null, "role": "AXCheckBox", "description": "Add blank line before", "role_description": "checkbox", "value": 0, "position": "-391.00;-244.00", "size": "159;25", "children": []}, {"name": null, "role": "AXCheckBox", "description": "Add blank line after", "role_description": "checkbox", "value": 1, "position": "-391.00;-244.00", "size": "148;25", "children": []}, {"name": null, "role": "AXScrollArea", "description": null, "role_description": "scroll area", "value": 0, "position": "-391.00;-244.00", "size": "683;254", "children": [{"name": null, "role": "AXScrollBar", "description": null, "role_description": "scroll bar", "value": 0, "position": "-391.00;-244.00", "size": "0;0", "children": []}, {"name": null, "role": "AXScrollBar", "description": null, "role_description": "scroll bar", "value": 0, "position": "-391.00;-244.00", "size": "677;14", "children": []}, {"name": null, "role": "AXTextField", "description": null, "role_description": "text field", "value": "<!--\n  - Copyright (c) 2024. Lorem ipsum dolor sit amet, consectetur adipiscing elit. \n  - Morbi non lorem porttitor neque feugiat blandit. Ut vitae ipsum eget quam lacinia accumsan. \n  - Etiam sed turpis ac ipsum condimentum fringilla. Maecenas magna. \n  - Proin dapibus sapien vel ante. Aliquam erat volutpat. Pellentesque sagittis ligula eget metus. \n  - Vestibulum commodo. Ut rhoncus gravida arcu. \n  -->", "position": "-391.00;-244.00", "size": "782;248", "children": []}]}]}, {"name": null, "role": "AXScrollArea", "description": null, "role_description": "scroll area", "value": 0, "position": "-391.00;-244.00", "size": "711;600", "children": [{"name": null, "role": "AXScrollBar", "description": null, "role_description": "scroll bar", "value": 0, "position": "-391.00;-244.00", "size": "0;0", "children": []}, {"name": null, "role": "AXScrollBar", "description": null, "role_description": "scroll bar", "value": 0, "position": "-391.00;-244.00", "size": "0;0", "children": []}, {"name": null, "role": "AXRadioButton", "description": "No copyright", "role_description": "radio button", "value": 0, "position": "-391.00;-244.00", "size": "108;25", "children": []}, {"name": null, "role": "AXRadioButton", "description": "Use default settings", "role_description": "radio button", "value": 1, "position": "-391.00;-244.00", "size": "152;25", "children": []}, {"name": null, "role": "AXRadioButton", "description": "Use custom formatting options", "role_description": "radio button", "value": 0, "position": "-391.00;-244.00", "size": "218;25", "children": []}, {"name": null, "role": "AXStaticText", "description": "Comment Type", "role_description": "text", "value": "Comment Type", "position": "-391.00;-244.00", "size": "94;17", "children": []}, {"name": null, "role": "AXRadioButton", "description": "Use block comment", "role_description": "radio button", "value": 1, "position": "-391.00;-244.00", "size": "150;25", "children": []}, {"name": null, "role": "AXCheckBox", "description": "Prefix each line", "role_description": "checkbox", "value": 0, "position": "-391.00;-244.00", "size": "122;25", "children": []}, {"name": null, "role": "AXRadioButton", "description": "Use line comment", "role_description": "radio button", "value": 0, "position": "-391.00;-244.00", "size": "138;25", "children": []}, {"name": null, "role": "AXStaticText", "description": "Relative Location", "role_description": "text", "value": "Relative Location", "position": "-391.00;-244.00", "size": "105;17", "children": []}, {"name": null, "role": "AXRadioButton", "description": "Before other comments", "role_description": "radio button", "value": 1, "position": "-391.00;-244.00", "size": "173;25", "children": []}, {"name": null, "role": "AXRadioButton", "description": "After other comments", "role_description": "radio button", "value": 0, "position": "-391.00;-244.00", "size": "163;25", "children": []}, {"name": null, "role": "AXStaticText", "description": "Borders", "role_description": "text", "value": "Borders", "position": "-391.00;-244.00", "size": "48;17", "children": []}, {"name": null, "role": "AXCheckBox", "description": "Separator before", "role_description": "checkbox", "value": 0, "position": "-391.00;-244.00", "size": "133;25", "children": []}, {"name": null, "role": "AXStaticText", "description": "Length:", "role_description": "text", "value": "Length:", "position": "-391.00;-244.00", "size": "46;17", "children": []}, {"name": null, "role": "AXTextField", "description": "Length:", "role_description": "text field", "value": "80", "position": "-391.00;-244.00", "size": "72;34", "children": []}, {"name": null, "role": "AXCheckBox", "description": "Separator after", "role_description": "checkbox", "value": 0, "position": "-391.00;-244.00", "size": "121;25", "children": []}, {"name": null, "role": "AXStaticText", "description": "Length:", "role_description": "text", "value": "Length:", "position": "-391.00;-244.00", "size": "46;17", "children": []}, {"name": null, "role": "AXTextField", "description": "Length:", "role_description": "text field", "value": "80", "position": "-391.00;-244.00", "size": "72;34", "children": []}, {"name": null, "role": "AXStaticText", "description": "Separator:", "role_description": "text", "value": "Separator:", "position": "-391.00;-244.00", "size": "64;17", "children": []}, {"name": null, "role": "AXTextField", "description": "Separator:", "role_description": "text field", "value": "", "position": "-391.00;-244.00", "size": "50;34", "children": []}, {"name": null, "role": "AXCheckBox", "description": "Box", "role_description": "checkbox", "value": 0, "position": "-391.00;-244.00", "size": "51;25", "children": []}, {"name": null, "role": "AXCheckBox", "description": "Add blank line before", "role_description": "checkbox", "value": 0, "position": "-391.00;-244.00", "size": "159;25", "children": []}, {"name": null, "role": "AXCheckBox", "description": "Add blank line after", "role_description": "checkbox", "value": 1, "position": "-391.00;-244.00", "size": "148;25", "children": []}, {"name": null, "role": "AXScrollArea", "description": null, "role_description": "scroll area", "value": 0, "position": "-391.00;-244.00", "size": "683;254", "children": [{"name": null, "role": "AXScrollBar", "description": null, "role_description": "scroll bar", "value": 0, "position": "-391.00;-244.00", "size": "0;0", "children": []}, {"name": null, "role": "AXScrollBar", "description": null, "role_description": "scroll bar", "value": 0, "position": "-391.00;-244.00", "size": "677;14", "children": []}, {"name": null, "role": "AXTextField", "description": null, "role_description": "text field", "value": "<!--\n  - Copyright (c) 2024. Lorem ipsum dolor sit amet, consectetur adipiscing elit. \n  - Morbi non lorem porttitor neque feugiat blandit. Ut vitae ipsum eget quam lacinia accumsan. \n  - Etiam sed turpis ac ipsum condimentum fringilla. Maecenas magna. \n  - Proin dapibus sapien vel ante. Aliquam erat volutpat. Pellentesque sagittis ligula eget metus. \n  - Vestibulum commodo. Ut rhoncus gravida arcu. \n  -->", "position": "-391.00;-244.00", "size": "782;248", "children": []}]}]}, {"name": null, "role": "AXScrollArea", "description": null, "role_description": "scroll area", "value": 0, "position": "-391.00;-244.00", "size": "711;600", "children": [{"name": null, "role": "AXScrollBar", "description": null, "role_description": "scroll bar", "value": 0, "position": "-391.00;-244.00", "size": "14;600", "children": []}, {"name": null, "role": "AXScrollBar", "description": null, "role_description": "scroll bar", "value": 0, "position": "-391.00;-244.00", "size": "0;0", "children": []}, {"name": null, "role": "AXRadioButton", "description": "No copyright", "role_description": "radio button", "value": 0, "position": "-391.00;-244.00", "size": "108;25", "children": []}, {"name": null, "role": "AXRadioButton", "description": "Use default settings", "role_description": "radio button", "value": 1, "position": "-391.00;-244.00", "size": "152;25", "children": []}, {"name": null, "role": "AXRadioButton", "description": "Use custom formatting options", "role_description": "radio button", "value": 0, "position": "-391.00;-244.00", "size": "218;25", "children": []}, {"name": null, "role": "AXStaticText", "description": "Comment Type", "role_description": "text", "value": "Comment Type", "position": "-391.00;-244.00", "size": "94;17", "children": []}, {"name": null, "role": "AXRadioButton", "description": "Use block comment", "role_description": "radio button", "value": 1, "position": "-391.00;-244.00", "size": "150;25", "children": []}, {"name": null, "role": "AXCheckBox", "description": "Prefix each line", "role_description": "checkbox", "value": 0, "position": "-391.00;-244.00", "size": "122;25", "children": []}, {"name": null, "role": "AXRadioButton", "description": "Use line comment", "role_description": "radio button", "value": 0, "position": "-391.00;-244.00", "size": "138;25", "children": []}, {"name": null, "role": "AXStaticText", "description": "Relative Location", "role_description": "text", "value": "Relative Location", "position": "-391.00;-244.00", "size": "105;17", "children": []}, {"name": null, "role": "AXRadioButton", "description": "Before other comments", "role_description": "radio button", "value": 1, "position": "-391.00;-244.00", "size": "173;25", "children": []}, {"name": null, "role": "AXRadioButton", "description": "After other comments", "role_description": "radio button", "value": 0, "position": "-391.00;-244.00", "size": "163;25", "children": []}, {"name": null, "role": "AXStaticText", "description": "Borders", "role_description": "text", "value": "Borders", "position": "-391.00;-244.00", "size": "48;17", "children": []}, {"name": null, "role": "AXCheckBox", "description": "Separator before", "role_description": "checkbox", "value": 0, "position": "-391.00;-244.00", "size": "133;25", "children": []}, {"name": null, "role": "AXStaticText", "description": "Length:", "role_description": "text", "value": "Length:", "position": "-391.00;-244.00", "size": "46;17", "children": []}, {"name": null, "role": "AXTextField", "description": "Length:", "role_description": "text field", "value": "80", "position": "-391.00;-244.00", "size": "72;34", "children": []}, {"name": null, "role": "AXCheckBox", "description": "Separator after", "role_description": "checkbox", "value": 0, "position": "-391.00;-244.00", "size": "121;25", "children": []}, {"name": null, "role": "AXStaticText", "description": "Length:", "role_description": "text", "value": "Length:", "position": "-391.00;-244.00", "size": "46;17", "children": []}, {"name": null, "role": "AXTextField", "description": "Length:", "role_description": "text field", "value": "80", "position": "-391.00;-244.00", "size": "72;34", "children": []}, {"name": null, "role": "AXStaticText", "description": "Separator:", "role_description": "text", "value": "Separator:", "position": "-391.00;-244.00", "size": "64;17", "children": []}, {"name": null, "role": "AXTextField", "description": "Separator:", "role_description": "text field", "value": "", "position": "-391.00;-244.00", "size": "50;34", "children": []}, {"name": null, "role": "AXCheckBox", "description": "Box", "role_description": "checkbox", "value": 0, "position": "-391.00;-244.00", "size": "51;25", "children": []}, {"name": null, "role": "AXCheckBox", "description": "Add blank line before", "role_description": "checkbox", "value": 0, "position": "-391.00;-244.00", "size": "159;25", "children": []}, {"name": null, "role": "AXCheckBox", "description": "Add blank line after", "role_description": "checkbox", "value": 1, "position": "-391.00;-244.00", "size": "148;25", "children": []}, {"name": null, "role": "AXStaticText", "description": "Location in File", "role_description": "text", "value": "Location in File", "position": "-391.00;-244.00", "size": "92;17", "children": []}, {"name": null, "role": "AXRadioButton", "description": "Before doctype", "role_description": "radio button", "value": 1, "position": "-391.00;-244.00", "size": "123;25", "children": []}, {"name": null, "role": "AXRadioButton", "description": "Before root tag", "role_description": "radio button", "value": 0, "position": "-391.00;-244.00", "size": "121;25", "children": []}, {"name": null, "role": "AXScrollArea", "description": null, "role_description": "scroll area", "value": 0, "position": "-391.00;-244.00", "size": "683;152", "children": [{"name": null, "role": "AXScrollBar", "description": null, "role_description": "scroll bar", "value": 0, "position": "-391.00;-244.00", "size": "0;0", "children": []}, {"name": null, "role": "AXScrollBar", "description": null, "role_description": "scroll bar", "value": 0, "position": "-391.00;-244.00", "size": "677;14", "children": []}, {"name": null, "role": "AXTextField", "description": null, "role_description": "text field", "value": "<!--\n  ~ Copyright (c) 2024. Lorem ipsum dolor sit amet, consectetur adipiscing elit. \n  ~ Morbi non lorem porttitor neque feugiat blandit. Ut vitae ipsum eget quam lacinia accumsan. \n  ~ Etiam sed turpis ac ipsum condimentum fringilla. Maecenas magna. \n  ~ Proin dapibus sapien vel ante. Aliquam erat volutpat. Pellentesque sagittis ligula eget metus. \n  ~ Vestibulum commodo. Ut rhoncus gravida arcu. \n  -->", "position": "-391.00;-244.00", "size": "782;146", "children": []}]}]}, {"name": null, "role": "AXScrollArea", "description": null, "role_description": "scroll area", "value": 0, "position": "-391.00;-244.00", "size": "711;600", "children": [{"name": null, "role": "AXScrollBar", "description": null, "role_description": "scroll bar", "value": 0, "position": "-391.00;-244.00", "size": "0;0", "children": []}, {"name": null, "role": "AXScrollBar", "description": null, "role_description": "scroll bar", "value": 0, "position": "-391.00;-244.00", "size": "0;0", "children": []}, {"name": null, "role": "AXStaticText", "description": "Expand abbreviation with", "role_description": "text", "value": "Expand abbreviation with", "position": "-391.00;-244.00", "size": "156;17", "children": []}, {"name": null, "role": "AXPopUpButton", "description": "Expand abbreviation with", "role_description": "pop up button", "value": "Tab", "position": "-391.00;-244.00", "size": "123;34", "children": [{"name": null, "role": "AXPopUpButton", "description": null, "role_description": "pop up button", "value": null, "position": "-391.00;-244.00", "size": "0;0", "children": [{"name": null, "role": "AXMenuItem", "description": null, "role_description": "menu item", "value": null, "position": "-391.00;-244.00", "size": "0;0", "children": [{"name": null, "role": "AXList", "description": "list", "role_description": "list", "value": 0, "position": "-391.00;-244.00", "size": "0;0", "children": [{"name": null, "role": "AXRow", "description": "Space", "role_description": "row", "value": 0, "position": "-391.00;-244.00", "size": "0;24", "children": [{"name": null, "role": "AXStaticText", "description": "Space", "role_description": "text", "value": 0, "position": "-391.00;-244.00", "size": "0;24", "children": []}]}, {"name": null, "role": "AXRow", "description": "Tab", "role_description": "row", "value": 0, "position": "-391.00;-244.00", "size": "0;24", "children": [{"name": null, "role": "AXStaticText", "description": "Tab", "role_description": "text", "value": 0, "position": "-391.00;-244.00", "size": "0;24", "children": []}]}, {"name": null, "role": "AXRow", "description": "Enter", "role_description": "row", "value": 0, "position": "-391.00;-244.00", "size": "0;24", "children": [{"name": null, "role": "AXStaticText", "description": "Enter", "role_description": "text", "value": 0, "position": "-391.00;-244.00", "size": "0;24", "children": []}]}, {"name": null, "role": "AXRow", "description": "Custom...", "role_description": "row", "value": 0, "position": "-391.00;-244.00", "size": "0;24", "children": [{"name": null, "role": "AXStaticText", "description": "Custom...", "role_description": "text", "value": 0, "position": "-391.00;-244.00", "size": "0;24", "children": []}]}]}, {"name": null, "role": "AXScrollBar", "description": null, "role_description": "scroll bar", "value": 24, "position": "-391.00;-244.00", "size": "0;0", "children": []}]}]}]}, {"name": null, "role": "AXLink", "description": "Change", "role_description": "link", "value": null, "position": "-391.00;-244.00", "size": "0;0", "children": []}, {"name": null, "role": "AXCheckBox", "description": "Enable XML/HTML Emmet", "role_description": "checkbox", "value": 1, "position": "-391.00;-244.00", "size": "188;25", "children": []}, {"name": null, "role": "AXCheckBox", "description": "Enable abbreviation preview", "role_description": "checkbox", "value": 0, "position": "-391.00;-244.00", "size": "202;25", "children": []}, {"name": null, "role": "AXCheckBox", "description": "Enable automatic URL recognition while wrapping text with <a> tag", "role_description": "checkbox", "value": 1, "position": "-391.00;-244.00", "size": "442;25", "children": []}, {"name": null, "role": "AXCheckBox", "description": "Add edit point at the end of template", "role_description": "checkbox", "value": 0, "position": "-391.00;-244.00", "size": "255;25", "children": []}, {"name": null, "role": "AXStaticText", "description": "BEM", "role_description": "text", "value": "BEM", "position": "-391.00;-244.00", "size": "28;17", "children": []}, {"name": null, "role": "AXStaticText", "description": "Element separator in class names:", "role_description": "text", "value": "Element separator in class names:", "position": "-391.00;-244.00", "size": "210;17", "children": []}, {"name": null, "role": "AXTextField", "description": "Element separator in class names:", "role_description": "text field", "value": "__", "position": "-391.00;-244.00", "size": "72;34", "children": []}, {"name": null, "role": "AXStaticText", "description": "Modifier separator in class names:", "role_description": "text", "value": "Modifier separator in class names:", "position": "-391.00;-244.00", "size": "211;17", "children": []}, {"name": null, "role": "AXTextField", "description": "Modifier separator in class names:", "role_description": "text field", "value": "_", "position": "-391.00;-244.00", "size": "72;34", "children": []}, {"name": null, "role": "AXStaticText", "description": "Short element prefix:", "role_description": "text", "value": "Short element prefix:", "position": "-391.00;-244.00", "size": "129;17", "children": []}, {"name": null, "role": "AXTextField", "description": "Short element prefix:", "role_description": "text field", "value": "-", "position": "-391.00;-244.00", "size": "72;34", "children": []}, {"name": null, "role": "AXStaticText", "description": "Filters enabled by default", "role_description": "text", "value": "Filters enabled by default", "position": "-391.00;-244.00", "size": "156;17", "children": []}, {"name": null, "role": "AXCheckBox", "description": "XSL tuning", "role_description": "checkbox", "value": 0, "position": "-391.00;-244.00", "size": "94;25", "children": []}, {"name": null, "role": "AXCheckBox", "description": "Comment tags", "role_description": "checkbox", "value": 0, "position": "-391.00;-244.00", "size": "118;25", "children": []}, {"name": null, "role": "AXCheckBox", "description": "Escape", "role_description": "checkbox", "value": 0, "position": "-391.00;-244.00", "size": "73;25", "children": []}, {"name": null, "role": "AXCheckBox", "description": "Single line", "role_description": "checkbox", "value": 0, "position": "-391.00;-244.00", "size": "91;25", "children": []}, {"name": null, "role": "AXCheckBox", "description": "BEM", "role_description": "checkbox", "value": 0, "position": "-391.00;-244.00", "size": "56;25", "children": []}, {"name": null, "role": "AXCheckBox", "description": "Trim line markers", "role_description": "checkbox", "value": 0, "position": "-391.00;-244.00", "size": "134;25", "children": []}]}, {"name": null, "role": "AXImage", "description": null, "role_description": "image", "value": null, "position": "-391.00;-244.00", "size": "6;17", "children": []}, {"name": null, "role": "AXScrollArea", "description": null, "role_description": "scroll area", "value": 0, "position": "-391.00;-244.00", "size": "302;573", "children": [{"name": null, "role": "AXOutline", "description": "tree", "role_description": "outline", "value": 0, "position": "-391.00;-244.00", "size": "300;571", "children": [{"name": null, "role": "AXRow", "description": "Code vision checked", "role_description": "row", "value": 0, "position": "-391.00;-244.00", "size": "103;24", "children": [{"name": null, "role": "AXCheckBox", "description": "", "role_description": "checkbox", "value": 1, "position": "-391.00;-244.00", "size": "24;24", "children": []}, {"name": null, "role": "AXStaticText", "description": "Code vision", "role_description": "text", "value": "Code vision", "position": "-391.00;-244.00", "size": "257;24", "children": []}]}, {"name": null, "role": "AXRow", "description": "Parameter names not checked", "role_description": "row", "value": 0, "position": "-391.00;-244.00", "size": "139;24", "children": [{"name": null, "role": "AXCheckBox", "description": "", "role_description": "checkbox", "value": 0, "position": "-391.00;-244.00", "size": "24;24", "children": []}, {"name": null, "role": "AXStaticText", "description": "Parameter names", "role_description": "text", "value": "Parameter names", "position": "-391.00;-244.00", "size": "257;24", "children": []}]}, {"name": null, "role": "AXRow", "description": "Other checked", "role_description": "row", "value": 0, "position": "-391.00;-244.00", "size": "65;24", "children": [{"name": null, "role": "AXCheckBox", "description": "", "role_description": "checkbox", "value": 1, "position": "-391.00;-244.00", "size": "24;24", "children": []}, {"name": null, "role": "AXStaticText", "description": "Other", "role_description": "text", "value": "Other", "position": "-391.00;-244.00", "size": "257;24", "children": []}]}]}, {"name": null, "role": "AXScrollBar", "description": null, "role_description": "scroll bar", "value": 0, "position": "-391.00;-244.00", "size": "0;0", "children": []}, {"name": null, "role": "AXScrollBar", "description": null, "role_description": "scroll bar", "value": 0, "position": "-391.00;-244.00", "size": "0;0", "children": []}]}, {"name": null, "role": "AXImage", "description": null, "role_description": "image", "value": null, "position": "-391.00;-244.00", "size": "6;17", "children": []}, {"name": null, "role": "AXTextField", "description": "Message text filter", "role_description": "text field", "value": "", "position": "-391.00;-244.00", "size": "271;34", "children": []}, {"name": null, "role": "AXGroup", "description": "Action Toolbar", "role_description": "group", "value": 0, "position": "-391.00;-244.00", "size": "66;34", "children": [{"name": null, "role": "AXButton", "description": "Expand All", "role_description": "button", "value": null, "position": "-391.00;-244.00", "size": "26;24", "children": []}, {"name": null, "role": "AXButton", "description": "Collapse All", "role_description": "button", "value": null, "position": "-391.00;-244.00", "size": "26;24", "children": []}]}, {"name": null, "role": "AXScrollArea", "description": null, "role_description": "scroll area", "value": 0, "position": "-391.00;-244.00", "size": "337;544", "children": [{"name": null, "role": "AXScrollBar", "description": null, "role_description": "scroll bar", "value": 0, "position": "-391.00;-244.00", "size": "14;542", "children": []}, {"name": null, "role": "AXScrollBar", "description": null, "role_description": "scroll bar", "value": 0, "position": "-391.00;-244.00", "size": "0;0", "children": []}, {"name": null, "role": "AXOutline", "description": "tree", "role_description": "outline", "value": 0, "position": "-391.00;-244.00", "size": "335;2408", "children": [{"name": null, "role": "AXRow", "description": "AI Assistant checked", "role_description": "row", "value": 0, "position": "-391.00;-244.00", "size": "106;24", "children": [{"name": null, "role": "AXCheckBox", "description": "", "role_description": "checkbox", "value": 1, "position": "-391.00;-244.00", "size": "24;0", "children": []}, {"name": null, "role": "AXStaticText", "description": "AI Actions…", "role_description": "text", "value": "AI Actions…", "position": "-391.00;-244.00", "size": "-24;0", "children": []}]}, {"name": null, "role": "AXRow", "description": "AI Actions… checked", "role_description": "row", "value": 0, "position": "-391.00;-244.00", "size": "103;24", "children": [{"name": null, "role": "AXCheckBox", "description": "", "role_description": "checkbox", "value": 1, "position": "-391.00;-244.00", "size": "24;0", "children": []}, {"name": null, "role": "AXStaticText", "description": "AI Actions…", "role_description": "text", "value": "AI Actions…", "position": "-391.00;-244.00", "size": "-24;0", "children": []}]}, {"name": null, "role": "AXRow", "description": "Choose template data language checked", "role_description": "row", "value": 0, "position": "-391.00;-244.00", "size": "231;24", "children": [{"name": null, "role": "AXCheckBox", "description": "", "role_description": "checkbox", "value": 1, "position": "-391.00;-244.00", "size": "24;0", "children": []}, {"name": null, "role": "AXStaticText", "description": "Template language settings", "role_description": "text", "value": "Template language settings", "position": "-391.00;-244.00", "size": "-24;0", "children": []}]}, {"name": null, "role": "AXRow", "description": "Template language settings checked", "role_description": "row", "value": 0, "position": "-391.00;-244.00", "size": "201;24", "children": [{"name": null, "role": "AXCheckBox", "description": "", "role_description": "checkbox", "value": 1, "position": "-391.00;-244.00", "size": "24;0", "children": []}, {"name": null, "role": "AXStaticText", "description": "Template language settings", "role_description": "text", "value": "Template language settings", "position": "-391.00;-244.00", "size": "-24;0", "children": []}]}, {"name": null, "role": "AXRow", "description": "EditorConfig checked", "role_description": "row", "value": 0, "position": "-391.00;-244.00", "size": "110;24", "children": [{"name": null, "role": "AXCheckBox", "description": "", "role_description": "checkbox", "value": 1, "position": "-391.00;-244.00", "size": "24;0", "children": []}, {"name": null, "role": "AXStaticText", "description": "Invert option value", "role_description": "text", "value": "Invert option value", "position": "-391.00;-244.00", "size": "-24;0", "children": []}]}, {"name": null, "role": "AXRow", "description": "Add declaration part checked", "role_description": "row", "value": 0, "position": "-391.00;-244.00", "size": "156;24", "children": [{"name": null, "role": "AXCheckBox", "description": "", "role_description": "checkbox", "value": 1, "position": "-391.00;-244.00", "size": "24;0", "children": []}, {"name": null, "role": "AXStaticText", "description": "Add declaration part", "role_description": "text", "value": "Add declaration part", "position": "-391.00;-244.00", "size": "-24;0", "children": []}]}, {"name": null, "role": "AXRow", "description": "Invert option value checked", "role_description": "row", "value": 0, "position": "-391.00;-244.00", "size": "145;24", "children": [{"name": null, "role": "AXCheckBox", "description": "", "role_description": "checkbox", "value": 1, "position": "-391.00;-244.00", "size": "24;0", "children": []}, {"name": null, "role": "AXStaticText", "description": "Invert option value", "role_description": "text", "value": "Invert option value", "position": "-391.00;-244.00", "size": "-24;0", "children": []}]}, {"name": null, "role": "AXRow", "description": "JSON checked", "role_description": "row", "value": 0, "position": "-391.00;-244.00", "size": "66;24", "children": [{"name": null, "role": "AXCheckBox", "description": "", "role_description": "checkbox", "value": 1, "position": "-391.00;-244.00", "size": "24;0", "children": []}, {"name": null, "role": "AXStaticText", "description": "Sort properties alphabetically", "role_description": "text", "value": "Sort properties alphabetically", "position": "-391.00;-244.00", "size": "-24;0", "children": []}]}, {"name": null, "role": "AXRow", "description": "Missing optional properties checked", "role_description": "row", "value": 0, "position": "-391.00;-244.00", "size": "197;24", "children": [{"name": null, "role": "AXCheckBox", "description": "", "role_description": "checkbox", "value": 1, "position": "-391.00;-244.00", "size": "24;0", "children": []}, {"name": null, "role": "AXStaticText", "description": "Missing optional properties", "role_description": "text", "value": "Missing optional properties", "position": "-391.00;-244.00", "size": "-24;0", "children": []}]}, {"name": null, "role": "AXRow", "description": "Sort properties alphabetically checked", "role_description": "row", "value": 0, "position": "-391.00;-244.00", "size": "211;24", "children": [{"name": null, "role": "AXCheckBox", "description": "", "role_description": "checkbox", "value": 1, "position": "-391.00;-244.00", "size": "24;0", "children": []}, {"name": null, "role": "AXStaticText", "description": "Sort properties alphabetically", "role_description": "text", "value": "Sort properties alphabetically", "position": "-391.00;-244.00", "size": "-24;0", "children": []}]}, {"name": null, "role": "AXRow", "description": "Language injection checked", "role_description": "row", "value": 0, "position": "-391.00;-244.00", "size": "150;24", "children": [{"name": null, "role": "AXCheckBox", "description": "", "role_description": "checkbox", "value": 1, "position": "-391.00;-244.00", "size": "24;0", "children": []}, {"name": null, "role": "AXStaticText", "description": "Uninject language or reference", "role_description": "text", "value": "Uninject language or reference", "position": "-391.00;-244.00", "size": "-24;0", "children": []}]}, {"name": null, "role": "AXRow", "description": "Edit injected fragment checked", "role_description": "row", "value": 0, "position": "-391.00;-244.00", "size": "166;24", "children": [{"name": null, "role": "AXCheckBox", "description": "", "role_description": "checkbox", "value": 1, "position": "-391.00;-244.00", "size": "24;0", "children": []}, {"name": null, "role": "AXStaticText", "description": "Edit injected fragment", "role_description": "text", "value": "Edit injected fragment", "position": "-391.00;-244.00", "size": "-24;0", "children": []}]}, {"name": null, "role": "AXRow", "description": "Edit injection settings checked", "role_description": "row", "value": 0, "position": "-391.00;-244.00", "size": "162;24", "children": [{"name": null, "role": "AXCheckBox", "description": "", "role_description": "checkbox", "value": 1, "position": "-391.00;-244.00", "size": "24;0", "children": []}, {"name": null, "role": "AXStaticText", "description": "Edit injection settings", "role_description": "text", "value": "Edit injection settings", "position": "-391.00;-244.00", "size": "-24;0", "children": []}]}, {"name": null, "role": "AXRow", "description": "Inject language or reference checked", "role_description": "row", "value": 0, "position": "-391.00;-244.00", "size": "204;24", "children": [{"name": null, "role": "AXCheckBox", "description": "", "role_description": "checkbox", "value": 1, "position": "-391.00;-244.00", "size": "24;0", "children": []}, {"name": null, "role": "AXStaticText", "description": "Inject language or reference", "role_description": "text", "value": "Inject language or reference", "position": "-391.00;-244.00", "size": "-24;0", "children": []}]}, {"name": null, "role": "AXRow", "description": "Uninject language or reference checked", "role_description": "row", "value": 0, "position": "-391.00;-244.00", "size": "220;24", "children": [{"name": null, "role": "AXCheckBox", "description": "", "role_description": "checkbox", "value": 1, "position": "-391.00;-244.00", "size": "24;0", "children": []}, {"name": null, "role": "AXStaticText", "description": "Uninject language or reference", "role_description": "text", "value": "Uninject language or reference", "position": "-391.00;-244.00", "size": "-24;0", "children": []}]}, {"name": null, "role": "AXRow", "description": "LightEdit mode checked", "role_description": "row", "value": 0, "position": "-391.00;-244.00", "size": "125;24", "children": [{"name": null, "role": "AXCheckBox", "description": "", "role_description": "checkbox", "value": 1, "position": "-391.00;-244.00", "size": "24;0", "children": []}, {"name": null, "role": "AXStaticText", "description": "Open file in project...", "role_description": "text", "value": "Open file in project...", "position": "-391.00;-244.00", "size": "-24;0", "children": []}]}, {"name": null, "role": "AXRow", "description": "Open file in project... checked", "role_description": "row", "value": 0, "position": "-391.00;-244.00", "size": "157;24", "children": [{"name": null, "role": "AXCheckBox", "description": "", "role_description": "checkbox", "value": 1, "position": "-391.00;-244.00", "size": "24;0", "children": []}, {"name": null, "role": "AXStaticText", "description": "Open file in project...", "role_description": "text", "value": "Open file in project...", "position": "-391.00;-244.00", "size": "-24;0", "children": []}]}, {"name": null, "role": "AXRow", "description": "Markdown checked", "role_description": "row", "value": 0, "position": "-391.00;-244.00", "size": "97;24", "children": [{"name": null, "role": "AXCheckBox", "description": "", "role_description": "checkbox", "value": 1, "position": "-391.00;-244.00", "size": "24;0", "children": []}, {"name": null, "role": "AXStaticText", "description": "Remove row", "role_description": "text", "value": "Remove row", "position": "-391.00;-244.00", "size": "-24;0", "children": []}]}, {"name": null, "role": "AXRow", "description": "Configure image checked", "role_description": "row", "value": 0, "position": "-391.00;-244.00", "size": "132;24", "children": [{"name": null, "role": "AXCheckBox", "description": "", "role_description": "checkbox", "value": 1, "position": "-391.00;-244.00", "size": "24;0", "children": []}, {"name": null, "role": "AXStaticText", "description": "Configure image", "role_description": "text", "value": "Configure image", "position": "-391.00;-244.00", "size": "-24;0", "children": []}]}, {"name": null, "role": "AXRow", "description": "Hide problems in code fences checked", "role_description": "row", "value": 0, "position": "-391.00;-244.00", "size": "214;24", "children": [{"name": null, "role": "AXCheckBox", "description": "", "role_description": "checkbox", "value": 1, "position": "-391.00;-244.00", "size": "24;0", "children": []}, {"name": null, "role": "AXStaticText", "description": "Hide problems in code fences", "role_description": "text", "value": "Hide problems in code fences", "position": "-391.00;-244.00", "size": "-24;0", "children": []}]}, {"name": null, "role": "AXRow", "description": "Insert column checked", "role_description": "row", "value": 0, "position": "-391.00;-244.00", "size": "114;24", "children": [{"name": null, "role": "AXCheckBox", "description": "", "role_description": "checkbox", "value": 1, "position": "-391.00;-244.00", "size": "24;0", "children": []}, {"name": null, "role": "AXStaticText", "description": "Insert column", "role_description": "text", "value": "Insert column", "position": "-391.00;-244.00", "size": "-24;0", "children": []}]}, {"name": null, "role": "AXRow", "description": "Remove column checked", "role_description": "row", "value": 0, "position": "-391.00;-244.00", "size": "128;24", "children": [{"name": null, "role": "AXCheckBox", "description": "", "role_description": "checkbox", "value": 1, "position": "-391.00;-244.00", "size": "24;0", "children": []}, {"name": null, "role": "AXStaticText", "description": "Remove column", "role_description": "text", "value": "Remove column", "position": "-391.00;-244.00", "size": "-24;0", "children": []}]}, {"name": null, "role": "AXRow", "description": "Remove row checked", "role_description": "row", "value": 0, "position": "-391.00;-244.00", "size": "107;24", "children": [{"name": null, "role": "AXCheckBox", "description": "", "role_description": "checkbox", "value": 1, "position": "-391.00;-244.00", "size": "24;0", "children": []}, {"name": null, "role": "AXStaticText", "description": "Remove row", "role_description": "text", "value": "Remove row", "position": "-391.00;-244.00", "size": "-24;0", "children": []}]}, {"name": null, "role": "AXRow", "description": "Set column alignment checked", "role_description": "row", "value": 0, "position": "-391.00;-244.00", "size": "163;24", "children": [{"name": null, "role": "AXCheckBox", "description": "", "role_description": "checkbox", "value": 1, "position": "-391.00;-244.00", "size": "24;0", "children": []}, {"name": null, "role": "AXStaticText", "description": "Set column alignment", "role_description": "text", "value": "Set column alignment", "position": "-391.00;-244.00", "size": "-24;0", "children": []}]}, {"name": null, "role": "AXRow", "description": "Other checked", "role_description": "row", "value": 0, "position": "-391.00;-244.00", "size": "66;24", "children": [{"name": null, "role": "AXCheckBox", "description": "", "role_description": "checkbox", "value": 1, "position": "-391.00;-244.00", "size": "24;0", "children": []}, {"name": null, "role": "AXStaticText", "description": "Other", "role_description": "text", "value": "Other", "position": "-391.00;-244.00", "size": "-24;0", "children": []}]}, {"name": null, "role": "AXRow", "description": "Convert absolute path to relative checked", "role_description": "row", "value": 0, "position": "-391.00;-244.00", "size": "233;24", "children": [{"name": null, "role": "AXCheckBox", "description": "", "role_description": "checkbox", "value": 1, "position": "-391.00;-244.00", "size": "24;0", "children": []}, {"name": null, "role": "AXStaticText", "description": "Convert absolute path to relative", "role_description": "text", "value": "Convert absolute path to relative", "position": "-391.00;-244.00", "size": "-24;0", "children": []}]}, {"name": null, "role": "AXRow", "description": "Convert relative path to absolute checked", "role_description": "row", "value": 0, "position": "-391.00;-244.00", "size": "233;24", "children": [{"name": null, "role": "AXCheckBox", "description": "", "role_description": "checkbox", "value": 1, "position": "-391.00;-244.00", "size": "24;0", "children": []}, {"name": null, "role": "AXStaticText", "description": "Convert relative path to absolute", "role_description": "text", "value": "Convert relative path to absolute", "position": "-391.00;-244.00", "size": "-24;0", "children": []}]}, {"name": null, "role": "AXRow", "description": "Create new scratch file from selection checked", "role_description": "row", "value": 0, "position": "-391.00;-244.00", "size": "264;24", "children": [{"name": null, "role": "AXCheckBox", "description": "", "role_description": "checkbox", "value": 1, "position": "-391.00;-244.00", "size": "24;0", "children": []}, {"name": null, "role": "AXStaticText", "description": "Create new scratch file from selection", "role_description": "text", "value": "Create new scratch file from selection", "position": "-391.00;-244.00", "size": "-24;0", "children": []}]}, {"name": null, "role": "AXRow", "description": "Flip comma checked", "role_description": "row", "value": 0, "position": "-391.00;-244.00", "size": "101;24", "children": [{"name": null, "role": "AXCheckBox", "description": "", "role_description": "checkbox", "value": 1, "position": "-391.00;-244.00", "size": "24;0", "children": []}, {"name": null, "role": "AXStaticText", "description": "Flip comma", "role_description": "text", "value": "Flip comma", "position": "-391.00;-244.00", "size": "-24;0", "children": []}]}, {"name": null, "role": "AXRow", "description": "Put elements on multiple lines checked", "role_description": "row", "value": 0, "position": "-391.00;-244.00", "size": "214;24", "children": [{"name": null, "role": "AXCheckBox", "description": "", "role_description": "checkbox", "value": 1, "position": "-391.00;-244.00", "size": "24;0", "children": []}, {"name": null, "role": "AXStaticText", "description": "Put elements on multiple lines", "role_description": "text", "value": "Put elements on multiple lines", "position": "-391.00;-244.00", "size": "-24;0", "children": []}]}, {"name": null, "role": "AXRow", "description": "Put elements on one line checked", "role_description": "row", "value": 0, "position": "-391.00;-244.00", "size": "182;24", "children": [{"name": null, "role": "AXCheckBox", "description": "", "role_description": "checkbox", "value": 1, "position": "-391.00;-244.00", "size": "24;0", "children": []}, {"name": null, "role": "AXStaticText", "description": "Put elements on one line", "role_description": "text", "value": "Put elements on one line", "position": "-391.00;-244.00", "size": "-24;0", "children": []}]}, {"name": null, "role": "AXRow", "description": "Properties checked", "role_description": "row", "value": 0, "position": "-391.00;-244.00", "size": "96;24", "children": [{"name": null, "role": "AXCheckBox", "description": "", "role_description": "checkbox", "value": 1, "position": "-391.00;-244.00", "size": "24;0", "children": []}, {"name": null, "role": "AXStaticText", "description": "Properties", "role_description": "text", "value": "Properties", "position": "-391.00;-244.00", "size": "-24;0", "children": []}]}, {"name": null, "role": "AXRow", "description": "Copy property key to the clipboard checked", "role_description": "row", "value": 0, "position": "-391.00;-244.00", "size": "246;24", "children": [{"name": null, "role": "AXCheckBox", "description": "", "role_description": "checkbox", "value": 1, "position": "-391.00;-244.00", "size": "24;0", "children": []}, {"name": null, "role": "AXStaticText", "description": "Copy property key to the clipboard", "role_description": "text", "value": "Copy property key to the clipboard", "position": "-391.00;-244.00", "size": "-24;0", "children": []}]}, {"name": null, "role": "AXRow", "description": "Copy property value to the clipboard checked", "role_description": "row", "value": 0, "position": "-391.00;-244.00", "size": "257;24", "children": [{"name": null, "role": "AXCheckBox", "description": "", "role_description": "checkbox", "value": 1, "position": "-391.00;-244.00", "size": "24;0", "children": []}, {"name": null, "role": "AXStaticText", "description": "Copy property value to the clipboard", "role_description": "text", "value": "Copy property value to the clipboard", "position": "-391.00;-244.00", "size": "-24;0", "children": []}]}, {"name": null, "role": "AXRow", "description": "Python checked", "role_description": "row", "value": 0, "position": "-391.00;-244.00", "size": "75;24", "children": [{"name": null, "role": "AXCheckBox", "description": "", "role_description": "checkbox", "value": 1, "position": "-391.00;-244.00", "size": "24;0", "children": []}, {"name": null, "role": "AXStaticText", "description": "Python", "role_description": "text", "value": "Python", "position": "-391.00;-244.00", "size": "-24;0", "children": []}]}, {"name": null, "role": "AXRow", "description": "Add type hint for variable checked", "role_description": "row", "value": 0, "position": "-391.00;-244.00", "size": "186;24", "children": [{"name": null, "role": "AXCheckBox", "description": "", "role_description": "checkbox", "value": 1, "position": "-391.00;-244.00", "size": "24;0", "children": []}, {"name": null, "role": "AXStaticText", "description": "Add type hint for variable", "role_description": "text", "value": "Add type hint for variable", "position": "-391.00;-244.00", "size": "-24;0", "children": []}]}, {"name": null, "role": "AXRow", "description": "Add type hints for function checked", "role_description": "row", "value": 0, "position": "-391.00;-244.00", "size": "195;24", "children": [{"name": null, "role": "AXCheckBox", "description": "", "role_description": "checkbox", "value": 1, "position": "-391.00;-244.00", "size": "24;0", "children": []}, {"name": null, "role": "AXStaticText", "description": "Add type hints for function", "role_description": "text", "value": "Add type hints for function", "position": "-391.00;-244.00", "size": "-24;0", "children": []}]}, {"name": null, "role": "AXRow", "description": "Convert 'from module import' to 'import module' checked", "role_description": "row", "value": 0, "position": "-391.00;-244.00", "size": "324;24", "children": [{"name": null, "role": "AXCheckBox", "description": "", "role_description": "checkbox", "value": 1, "position": "-391.00;-244.00", "size": "24;0", "children": []}, {"name": null, "role": "AXStaticText", "description": "Convert 'from module import' to 'import module'", "role_description": "text", "value": "Convert 'from module import' to 'import module'", "position": "-391.00;-244.00", "size": "-24;0", "children": []}]}, {"name": null, "role": "AXRow", "description": "Convert 'import module' to 'from module import' checked", "role_description": "row", "value": 0, "position": "-391.00;-244.00", "size": "324;24", "children": [{"name": null, "role": "AXCheckBox", "description": "", "role_description": "checkbox", "value": 1, "position": "-391.00;-244.00", "size": "24;0", "children": []}, {"name": null, "role": "AXStaticText", "description": "Convert 'import module' to 'from module import'", "role_description": "text", "value": "Convert 'import module' to 'from module import'", "position": "-391.00;-244.00", "size": "-24;0", "children": []}]}, {"name": null, "role": "AXRow", "description": "Convert absolute import to relative checked", "role_description": "row", "value": 0, "position": "-391.00;-244.00", "size": "245;24", "children": [{"name": null, "role": "AXCheckBox", "description": "", "role_description": "checkbox", "value": 1, "position": "-391.00;-244.00", "size": "24;0", "children": []}, {"name": null, "role": "AXStaticText", "description": "Convert absolute import to relative", "role_description": "text", "value": "Convert absolute import to relative", "position": "-391.00;-244.00", "size": "-24;0", "children": []}]}, {"name": null, "role": "AXRow", "description": "Convert collection to list checked", "role_description": "row", "value": 0, "position": "-391.00;-244.00", "size": "180;24", "children": [{"name": null, "role": "AXCheckBox", "description": "", "role_description": "checkbox", "value": 1, "position": "-391.00;-244.00", "size": "24;0", "children": []}, {"name": null, "role": "AXStaticText", "description": "Convert collection to list", "role_description": "text", "value": "Convert collection to list", "position": "-391.00;-244.00", "size": "-24;0", "children": []}]}, {"name": null, "role": "AXRow", "description": "Convert collection to set checked", "role_description": "row", "value": 0, "position": "-391.00;-244.00", "size": "181;24", "children": [{"name": null, "role": "AXCheckBox", "description": "", "role_description": "checkbox", "value": 1, "position": "-391.00;-244.00", "size": "24;0", "children": []}, {"name": null, "role": "AXStaticText", "description": "Convert collection to set", "role_description": "text", "value": "Convert collection to set", "position": "-391.00;-244.00", "size": "-24;0", "children": []}]}, {"name": null, "role": "AXRow", "description": "Convert collection to tuple checked", "role_description": "row", "value": 0, "position": "-391.00;-244.00", "size": "193;24", "children": [{"name": null, "role": "AXCheckBox", "description": "", "role_description": "checkbox", "value": 1, "position": "-391.00;-244.00", "size": "24;0", "children": []}, {"name": null, "role": "AXStaticText", "description": "Convert collection to tuple", "role_description": "text", "value": "Convert collection to tuple", "position": "-391.00;-244.00", "size": "-24;0", "children": []}]}, {"name": null, "role": "AXRow", "description": "Convert dict constructor to dict literal checked", "role_description": "row", "value": 0, "position": "-391.00;-244.00", "size": "262;24", "children": [{"name": null, "role": "AXCheckBox", "description": "", "role_description": "checkbox", "value": 1, "position": "-391.00;-244.00", "size": "24;0", "children": []}, {"name": null, "role": "AXStaticText", "description": "Convert dict constructor to dict literal", "role_description": "text", "value": "Convert dict constructor to dict literal", "position": "-391.00;-244.00", "size": "-24;0", "children": []}]}, {"name": null, "role": "AXRow", "description": "Convert dict literal to dict constructor checked", "role_description": "row", "value": 0, "position": "-391.00;-244.00", "size": "262;24", "children": [{"name": null, "role": "AXCheckBox", "description": "", "role_description": "checkbox", "value": 1, "position": "-391.00;-244.00", "size": "24;0", "children": []}, {"name": null, "role": "AXStaticText", "description": "Convert dict literal to dict constructor", "role_description": "text", "value": "Convert dict literal to dict constructor", "position": "-391.00;-244.00", "size": "-24;0", "children": []}]}, {"name": null, "role": "AXRow", "description": "Convert format operator to 'str.format' method call checked", "role_description": "row", "value": 0, "position": "-391.00;-244.00", "size": "342;24", "children": [{"name": null, "role": "AXCheckBox", "description": "", "role_description": "checkbox", "value": 1, "position": "-391.00;-244.00", "size": "24;0", "children": []}, {"name": null, "role": "AXStaticText", "description": "Convert format operator to 'str.format' method call", "role_description": "text", "value": "Convert format operator to 'str.format' method call", "position": "-391.00;-244.00", "size": "-24;0", "children": []}]}, {"name": null, "role": "AXRow", "description": "Convert lambda to function checked", "role_description": "row", "value": 0, "position": "-391.00;-244.00", "size": "199;24", "children": [{"name": null, "role": "AXCheckBox", "description": "", "role_description": "checkbox", "value": 1, "position": "-391.00;-244.00", "size": "24;0", "children": []}, {"name": null, "role": "AXStaticText", "description": "Convert lambda to function", "role_description": "text", "value": "Convert lambda to function", "position": "-391.00;-244.00", "size": "-24;0", "children": []}]}, {"name": null, "role": "AXRow", "description": "Convert list comprehensions to 'for' loop checked", "role_description": "row", "value": 0, "position": "-391.00;-244.00", "size": "279;24", "children": [{"name": null, "role": "AXCheckBox", "description": "", "role_description": "checkbox", "value": 1, "position": "-391.00;-244.00", "size": "24;0", "children": []}, {"name": null, "role": "AXStaticText", "description": "Convert list comprehensions to 'for' loop", "role_description": "text", "value": "Convert list comprehensions to 'for' loop", "position": "-391.00;-244.00", "size": "-24;0", "children": []}]}, {"name": null, "role": "AXRow", "description": "Convert method to property checked", "role_description": "row", "value": 0, "position": "-391.00;-244.00", "size": "203;24", "children": [{"name": null, "role": "AXCheckBox", "description": "", "role_description": "checkbox", "value": 1, "position": "-391.00;-244.00", "size": "24;0", "children": []}, {"name": null, "role": "AXStaticText", "description": "Convert method to property", "role_description": "text", "value": "Convert method to property", "position": "-391.00;-244.00", "size": "-24;0", "children": []}]}, {"name": null, "role": "AXRow", "description": "Convert relative import to absolute checked", "role_description": "row", "value": 0, "position": "-391.00;-244.00", "size": "245;24", "children": [{"name": null, "role": "AXCheckBox", "description": "", "role_description": "checkbox", "value": 1, "position": "-391.00;-244.00", "size": "24;0", "children": []}, {"name": null, "role": "AXStaticText", "description": "Convert relative import to absolute", "role_description": "text", "value": "Convert relative import to absolute", "position": "-391.00;-244.00", "size": "-24;0", "children": []}]}, {"name": null, "role": "AXRow", "description": "Convert single-quoted to double-quoted strings and vice versa checked", "role_description": "row", "value": 0, "position": "-391.00;-244.00", "size": "419;24", "children": [{"name": null, "role": "AXCheckBox", "description": "", "role_description": "checkbox", "value": 1, "position": "-391.00;-244.00", "size": "24;0", "children": []}, {"name": null, "role": "AXStaticText", "description": "Convert single-quoted to double-quoted strings and vice versa", "role_description": "text", "value": "Convert single-quoted to double-quoted strings and vice versa", "position": "-391.00;-244.00", "size": "-24;0", "children": []}]}, {"name": null, "role": "AXRow", "description": "Convert static method to function checked", "role_description": "row", "value": 0, "position": "-391.00;-244.00", "size": "238;24", "children": [{"name": null, "role": "AXCheckBox", "description": "", "role_description": "checkbox", "value": 1, "position": "-391.00;-244.00", "size": "24;0", "children": []}, {"name": null, "role": "AXStaticText", "description": "Convert static method to function", "role_description": "text", "value": "Convert static method to function", "position": "-391.00;-244.00", "size": "-24;0", "children": []}]}, {"name": null, "role": "AXRow", "description": "Convert to f-string literal checked", "role_description": "row", "value": 0, "position": "-391.00;-244.00", "size": "183;24", "children": [{"name": null, "role": "AXCheckBox", "description": "", "role_description": "checkbox", "value": 1, "position": "-391.00;-244.00", "size": "24;0", "children": []}, {"name": null, "role": "AXStaticText", "description": "Convert to f-string literal", "role_description": "text", "value": "Convert to f-string literal", "position": "-391.00;-244.00", "size": "-24;0", "children": []}]}, {"name": null, "role": "AXRow", "description": "Convert triple-quoted string to single-quoted string checked", "role_description": "row", "value": 0, "position": "-391.00;-244.00", "size": "347;24", "children": [{"name": null, "role": "AXCheckBox", "description": "", "role_description": "checkbox", "value": 1, "position": "-391.00;-244.00", "size": "24;0", "children": []}, {"name": null, "role": "AXStaticText", "description": "Convert triple-quoted string to single-quoted string", "role_description": "text", "value": "Convert triple-quoted string to single-quoted string", "position": "-391.00;-244.00", "size": "-24;0", "children": []}]}, {"name": null, "role": "AXRow", "description": "Convert type comment to variable annotation checked", "role_description": "row", "value": 0, "position": "-391.00;-244.00", "size": "310;24", "children": [{"name": null, "role": "AXCheckBox", "description": "", "role_description": "checkbox", "value": 1, "position": "-391.00;-244.00", "size": "24;0", "children": []}, {"name": null, "role": "AXStaticText", "description": "Convert type comment to variable annotation", "role_description": "text", "value": "Convert type comment to variable annotation", "position": "-391.00;-244.00", "size": "-24;0", "children": []}]}, {"name": null, "role": "AXRow", "description": "Convert variadic parameters to normal checked", "role_description": "row", "value": 0, "position": "-391.00;-244.00", "size": "267;24", "children": [{"name": null, "role": "AXCheckBox", "description": "", "role_description": "checkbox", "value": 1, "position": "-391.00;-244.00", "size": "24;0", "children": []}, {"name": null, "role": "AXStaticText", "description": "Convert variadic parameters to normal", "role_description": "text", "value": "Convert variadic parameters to normal", "position": "-391.00;-244.00", "size": "-24;0", "children": []}]}, {"name": null, "role": "AXRow", "description": "De Morgan's law checked", "role_description": "row", "value": 0, "position": "-391.00;-244.00", "size": "132;24", "children": [{"name": null, "role": "AXCheckBox", "description": "", "role_description": "checkbox", "value": 1, "position": "-391.00;-244.00", "size": "24;0", "children": []}, {"name": null, "role": "AXStaticText", "description": "De Morgan's law", "role_description": "text", "value": "De Morgan's law", "position": "-391.00;-244.00", "size": "-24;0", "children": []}]}, {"name": null, "role": "AXRow", "description": "Flip comparison checked", "role_description": "row", "value": 0, "position": "-391.00;-244.00", "size": "128;24", "children": [{"name": null, "role": "AXCheckBox", "description": "", "role_description": "checkbox", "value": 1, "position": "-391.00;-244.00", "size": "24;0", "children": []}, {"name": null, "role": "AXStaticText", "description": "Flip comparison", "role_description": "text", "value": "Flip comparison", "position": "-391.00;-244.00", "size": "-24;0", "children": []}]}, {"name": null, "role": "AXRow", "description": "Hide type annotations checked", "role_description": "row", "value": 0, "position": "-391.00;-244.00", "size": "166;24", "children": [{"name": null, "role": "AXCheckBox", "description": "", "role_description": "checkbox", "value": 1, "position": "-391.00;-244.00", "size": "24;0", "children": []}, {"name": null, "role": "AXStaticText", "description": "Hide type annotations", "role_description": "text", "value": "Hide type annotations", "position": "-391.00;-244.00", "size": "-24;0", "children": []}]}, {"name": null, "role": "AXRow", "description": "Insert docstring stub checked", "role_description": "row", "value": 0, "position": "-391.00;-244.00", "size": "158;24", "children": [{"name": null, "role": "AXCheckBox", "description": "", "role_description": "checkbox", "value": 1, "position": "-391.00;-244.00", "size": "24;0", "children": []}, {"name": null, "role": "AXStaticText", "description": "Insert docstring stub", "role_description": "text", "value": "Insert docstring stub", "position": "-391.00;-244.00", "size": "-24;0", "children": []}]}, {"name": null, "role": "AXRow", "description": "Insert type assertion checked", "role_description": "row", "value": 0, "position": "-391.00;-244.00", "size": "157;24", "children": [{"name": null, "role": "AXCheckBox", "description": "", "role_description": "checkbox", "value": 1, "position": "-391.00;-244.00", "size": "24;0", "children": []}, {"name": null, "role": "AXStaticText", "description": "Insert type assertion", "role_description": "text", "value": "Insert type assertion", "position": "-391.00;-244.00", "size": "-24;0", "children": []}]}, {"name": null, "role": "AXRow", "description": "Invert 'if' condition checked", "role_description": "row", "value": 0, "position": "-391.00;-244.00", "size": "144;24", "children": [{"name": null, "role": "AXCheckBox", "description": "", "role_description": "checkbox", "value": 1, "position": "-391.00;-244.00", "size": "24;0", "children": []}, {"name": null, "role": "AXStaticText", "description": "Invert 'if' condition", "role_description": "text", "value": "Invert 'if' condition", "position": "-391.00;-244.00", "size": "-24;0", "children": []}]}, {"name": null, "role": "AXRow", "description": "Join 'if' statements checked", "role_description": "row", "value": 0, "position": "-391.00;-244.00", "size": "146;24", "children": [{"name": null, "role": "AXCheckBox", "description": "", "role_description": "checkbox", "value": 1, "position": "-391.00;-244.00", "size": "24;0", "children": []}, {"name": null, "role": "AXStaticText", "description": "Join 'if' statements", "role_description": "text", "value": "Join 'if' statements", "position": "-391.00;-244.00", "size": "-24;0", "children": []}]}, {"name": null, "role": "AXRow", "description": "Negate comparison checked", "role_description": "row", "value": 0, "position": "-391.00;-244.00", "size": "151;24", "children": [{"name": null, "role": "AXCheckBox", "description": "", "role_description": "checkbox", "value": 1, "position": "-391.00;-244.00", "size": "24;0", "children": []}, {"name": null, "role": "AXStaticText", "description": "Negate comparison", "role_description": "text", "value": "Negate comparison", "position": "-391.00;-244.00", "size": "-24;0", "children": []}]}, {"name": null, "role": "AXRow", "description": "Replace string concatenation with 'str.format' checked", "role_description": "row", "value": 0, "position": "-391.00;-244.00", "size": "309;24", "children": [{"name": null, "role": "AXCheckBox", "description": "", "role_description": "checkbox", "value": 1, "position": "-391.00;-244.00", "size": "24;0", "children": []}, {"name": null, "role": "AXStaticText", "description": "Replace string concatenation with 'str.format'", "role_description": "text", "value": "Replace string concatenation with 'str.format'", "position": "-391.00;-244.00", "size": "-24;0", "children": []}]}, {"name": null, "role": "AXRow", "description": "Specify type for reference in docstring checked", "role_description": "row", "value": 0, "position": "-391.00;-244.00", "size": "268;24", "children": [{"name": null, "role": "AXCheckBox", "description": "", "role_description": "checkbox", "value": 1, "position": "-391.00;-244.00", "size": "24;0", "children": []}, {"name": null, "role": "AXStaticText", "description": "Specify type for reference in docstring", "role_description": "text", "value": "Specify type for reference in docstring", "position": "-391.00;-244.00", "size": "-24;0", "children": []}]}, {"name": null, "role": "AXRow", "description": "Specify type for reference using annotation checked", "role_description": "row", "value": 0, "position": "-391.00;-244.00", "size": "298;24", "children": [{"name": null, "role": "AXCheckBox", "description": "", "role_description": "checkbox", "value": 1, "position": "-391.00;-244.00", "size": "24;0", "children": []}, {"name": null, "role": "AXStaticText", "description": "Specify type for reference using annotation", "role_description": "text", "value": "Specify type for reference using annotation", "position": "-391.00;-244.00", "size": "-24;0", "children": []}]}, {"name": null, "role": "AXRow", "description": "Split 'if' statement checked", "role_description": "row", "value": 0, "position": "-391.00;-244.00", "size": "141;24", "children": [{"name": null, "role": "AXCheckBox", "description": "", "role_description": "checkbox", "value": 1, "position": "-391.00;-244.00", "size": "24;0", "children": []}, {"name": null, "role": "AXStaticText", "description": "Split 'if' statement", "role_description": "text", "value": "Split 'if' statement", "position": "-391.00;-244.00", "size": "-24;0", "children": []}]}, {"name": null, "role": "AXRow", "description": "Switch using import aliases checked", "role_description": "row", "value": 0, "position": "-391.00;-244.00", "size": "198;24", "children": [{"name": null, "role": "AXCheckBox", "description": "", "role_description": "checkbox", "value": 1, "position": "-391.00;-244.00", "size": "24;0", "children": []}, {"name": null, "role": "AXStaticText", "description": "Switch using import aliases", "role_description": "text", "value": "Switch using import aliases", "position": "-391.00;-244.00", "size": "-24;0", "children": []}]}, {"name": null, "role": "AXRow", "description": "Transform conditional expressions into 'if/else' statements checked", "role_description": "row", "value": 0, "position": "-391.00;-244.00", "size": "389;24", "children": [{"name": null, "role": "AXCheckBox", "description": "", "role_description": "checkbox", "value": 1, "position": "-391.00;-244.00", "size": "24;0", "children": []}, {"name": null, "role": "AXStaticText", "description": "Transform conditional expressions into 'if/else' statements", "role_description": "text", "value": "Transform conditional expressions into 'if/else' statements", "position": "-391.00;-244.00", "size": "-24;0", "children": []}]}, {"name": null, "role": "AXRow", "description": "Transform explicit iterations with 'yield' into 'yield from' expressions checked", "role_description": "row", "value": 0, "position": "-391.00;-244.00", "size": "446;24", "children": [{"name": null, "role": "AXCheckBox", "description": "", "role_description": "checkbox", "value": 1, "position": "-391.00;-244.00", "size": "24;0", "children": []}, {"name": null, "role": "AXStaticText", "description": "Transform explicit iterations with 'yield' into 'yield from' expressions", "role_description": "text", "value": "Transform explicit iterations with 'yield' into 'yield from' expressions", "position": "-391.00;-244.00", "size": "-24;0", "children": []}]}, {"name": null, "role": "AXRow", "description": "Qodana configuration checked", "role_description": "row", "value": 0, "position": "-391.00;-244.00", "size": "167;24", "children": [{"name": null, "role": "AXCheckBox", "description": "", "role_description": "checkbox", "value": 1, "position": "-391.00;-244.00", "size": "24;0", "children": []}, {"name": null, "role": "AXStaticText", "description": "Qodana configuration", "role_description": "text", "value": "Qodana configuration", "position": "-391.00;-244.00", "size": "-24;0", "children": []}]}, {"name": null, "role": "AXRow", "description": "Qodana configuration checked", "role_description": "row", "value": 0, "position": "-391.00;-244.00", "size": "163;24", "children": [{"name": null, "role": "AXCheckBox", "description": "", "role_description": "checkbox", "value": 1, "position": "-391.00;-244.00", "size": "24;0", "children": []}, {"name": null, "role": "AXStaticText", "description": "Qodana configuration", "role_description": "text", "value": "Qodana configuration", "position": "-391.00;-244.00", "size": "-24;0", "children": []}]}, {"name": null, "role": "AXRow", "description": "RegExp checked", "role_description": "row", "value": 0, "position": "-391.00;-244.00", "size": "78;24", "children": [{"name": null, "role": "AXCheckBox", "description": "", "role_description": "checkbox", "value": 1, "position": "-391.00;-244.00", "size": "24;0", "children": []}, {"name": null, "role": "AXStaticText", "description": "RegExp", "role_description": "text", "value": "RegExp", "position": "-391.00;-244.00", "size": "-24;0", "children": []}]}, {"name": null, "role": "AXRow", "description": "Check RegExp checked", "role_description": "row", "value": 0, "position": "-391.00;-244.00", "size": "120;24", "children": [{"name": null, "role": "AXCheckBox", "description": "", "role_description": "checkbox", "value": 1, "position": "-391.00;-244.00", "size": "24;0", "children": []}, {"name": null, "role": "AXStaticText", "description": "Check RegExp", "role_description": "text", "value": "Check RegExp", "position": "-391.00;-244.00", "size": "-24;0", "children": []}]}, {"name": null, "role": "AXRow", "description": "Shell script checked", "role_description": "row", "value": 0, "position": "-391.00;-244.00", "size": "101;24", "children": [{"name": null, "role": "AXCheckBox", "description": "", "role_description": "checkbox", "value": 1, "position": "-391.00;-244.00", "size": "24;0", "children": []}, {"name": null, "role": "AXStaticText", "description": "Shell script", "role_description": "text", "value": "Shell script", "position": "-391.00;-244.00", "size": "-24;0", "children": []}]}, {"name": null, "role": "AXRow", "description": "Explain shell checked", "role_description": "row", "value": 0, "position": "-391.00;-244.00", "size": "106;24", "children": [{"name": null, "role": "AXCheckBox", "description": "", "role_description": "checkbox", "value": 1, "position": "-391.00;-244.00", "size": "24;0", "children": []}, {"name": null, "role": "AXStaticText", "description": "Explain shell", "role_description": "text", "value": "Explain shell", "position": "-391.00;-244.00", "size": "-24;0", "children": []}]}, {"name": null, "role": "AXRow", "description": "Rename all occurrences checked", "role_description": "row", "value": 0, "position": "-391.00;-244.00", "size": "177;24", "children": [{"name": null, "role": "AXCheckBox", "description": "", "role_description": "checkbox", "value": 1, "position": "-391.00;-244.00", "size": "24;0", "children": []}, {"name": null, "role": "AXStaticText", "description": "Rename all occurrences", "role_description": "text", "value": "Rename all occurrences", "position": "-391.00;-244.00", "size": "-24;0", "children": []}]}, {"name": null, "role": "AXRow", "description": "TOML checked", "role_description": "row", "value": 0, "position": "-391.00;-244.00", "size": "68;24", "children": [{"name": null, "role": "AXCheckBox", "description": "", "role_description": "checkbox", "value": 1, "position": "-391.00;-244.00", "size": "24;0", "children": []}, {"name": null, "role": "AXStaticText", "description": "TOML", "role_description": "text", "value": "TOML", "position": "-391.00;-244.00", "size": "-24;0", "children": []}]}, {"name": null, "role": "AXRow", "description": "Expand into separate table checked", "role_description": "row", "value": 0, "position": "-391.00;-244.00", "size": "195;24", "children": [{"name": null, "role": "AXCheckBox", "description": "", "role_description": "checkbox", "value": 1, "position": "-391.00;-244.00", "size": "24;0", "children": []}, {"name": null, "role": "AXStaticText", "description": "Expand into separate table", "role_description": "text", "value": "Expand into separate table", "position": "-391.00;-244.00", "size": "-24;0", "children": []}]}, {"name": null, "role": "AXRow", "description": "XML checked", "role_description": "row", "value": 0, "position": "-391.00;-244.00", "size": "59;24", "children": [{"name": null, "role": "AXCheckBox", "description": "", "role_description": "checkbox", "value": 1, "position": "-391.00;-244.00", "size": "24;0", "children": []}, {"name": null, "role": "AXStaticText", "description": "XML", "role_description": "text", "value": "XML", "position": "-391.00;-244.00", "size": "-24;0", "children": []}]}, {"name": null, "role": "AXRow", "description": "Add 'xsi:schemaLocation' attribute checked", "role_description": "row", "value": 0, "position": "-391.00;-244.00", "size": "242;24", "children": [{"name": null, "role": "AXCheckBox", "description": "", "role_description": "checkbox", "value": 1, "position": "-391.00;-244.00", "size": "24;0", "children": []}, {"name": null, "role": "AXStaticText", "description": "Add 'xsi:schemaLocation' attribute", "role_description": "text", "value": "Add 'xsi:schemaLocation' attribute", "position": "-391.00;-244.00", "size": "-24;0", "children": []}]}, {"name": null, "role": "AXRow", "description": "Choose color checked", "role_description": "row", "value": 0, "position": "-391.00;-244.00", "size": "112;24", "children": [{"name": null, "role": "AXCheckBox", "description": "", "role_description": "checkbox", "value": 1, "position": "-391.00;-244.00", "size": "24;0", "children": []}, {"name": null, "role": "AXStaticText", "description": "Choose color", "role_description": "text", "value": "Choose color", "position": "-391.00;-244.00", "size": "-24;0", "children": []}]}, {"name": null, "role": "AXRow", "description": "Collapse empty tag checked", "role_description": "row", "value": 0, "position": "-391.00;-244.00", "size": "150;24", "children": [{"name": null, "role": "AXCheckBox", "description": "", "role_description": "checkbox", "value": 1, "position": "-391.00;-244.00", "size": "24;0", "children": []}, {"name": null, "role": "AXStaticText", "description": "Collapse empty tag", "role_description": "text", "value": "Collapse empty tag", "position": "-391.00;-244.00", "size": "-24;0", "children": []}]}, {"name": null, "role": "AXRow", "description": "Convert CDATA to text checked", "role_description": "row", "value": 0, "position": "-391.00;-244.00", "size": "172;24", "children": [{"name": null, "role": "AXCheckBox", "description": "", "role_description": "checkbox", "value": 1, "position": "-391.00;-244.00", "size": "24;0", "children": []}, {"name": null, "role": "AXStaticText", "description": "Convert CDATA to text", "role_description": "text", "value": "Convert CDATA to text", "position": "-391.00;-244.00", "size": "-24;0", "children": []}]}, {"name": null, "role": "AXRow", "description": "Convert text to CDATA checked", "role_description": "row", "value": 0, "position": "-391.00;-244.00", "size": "172;24", "children": [{"name": null, "role": "AXCheckBox", "description": "", "role_description": "checkbox", "value": 1, "position": "-391.00;-244.00", "size": "24;0", "children": []}, {"name": null, "role": "AXStaticText", "description": "Convert text to CDATA", "role_description": "text", "value": "Convert text to CDATA", "position": "-391.00;-244.00", "size": "-24;0", "children": []}]}, {"name": null, "role": "AXRow", "description": "Fetch external resource checked", "role_description": "row", "value": 0, "position": "-391.00;-244.00", "size": "177;24", "children": [{"name": null, "role": "AXCheckBox", "description": "", "role_description": "checkbox", "value": 1, "position": "-391.00;-244.00", "size": "24;0", "children": []}, {"name": null, "role": "AXStaticText", "description": "Fetch external resource", "role_description": "text", "value": "Fetch external resource", "position": "-391.00;-244.00", "size": "-24;0", "children": []}]}, {"name": null, "role": "AXRow", "description": "Insert namespace prefix checked", "role_description": "row", "value": 0, "position": "-391.00;-244.00", "size": "179;24", "children": [{"name": null, "role": "AXCheckBox", "description": "", "role_description": "checkbox", "value": 1, "position": "-391.00;-244.00", "size": "24;0", "children": []}, {"name": null, "role": "AXStaticText", "description": "Insert namespace prefix", "role_description": "text", "value": "Insert namespace prefix", "position": "-391.00;-244.00", "size": "-24;0", "children": []}]}, {"name": null, "role": "AXRow", "description": "Manually set up external resource checked", "role_description": "row", "value": 0, "position": "-391.00;-244.00", "size": "238;24", "children": [{"name": null, "role": "AXCheckBox", "description": "", "role_description": "checkbox", "value": 1, "position": "-391.00;-244.00", "size": "24;0", "children": []}, {"name": null, "role": "AXStaticText", "description": "Manually set up external resource", "role_description": "text", "value": "Manually set up external resource", "position": "-391.00;-244.00", "size": "-24;0", "children": []}]}, {"name": null, "role": "AXRow", "description": "Rearrange tag attributes checked", "role_description": "row", "value": 0, "position": "-391.00;-244.00", "size": "181;24", "children": [{"name": null, "role": "AXCheckBox", "description": "", "role_description": "checkbox", "value": 1, "position": "-391.00;-244.00", "size": "24;0", "children": []}, {"name": null, "role": "AXStaticText", "description": "Rearrange tag attributes", "role_description": "text", "value": "Rearrange tag attributes", "position": "-391.00;-244.00", "size": "-24;0", "children": []}]}, {"name": null, "role": "AXRow", "description": "Remove attribute checked", "role_description": "row", "value": 0, "position": "-391.00;-244.00", "size": "137;24", "children": [{"name": null, "role": "AXCheckBox", "description": "", "role_description": "checkbox", "value": 1, "position": "-391.00;-244.00", "size": "24;0", "children": []}, {"name": null, "role": "AXStaticText", "description": "Remove attribute", "role_description": "text", "value": "Remove attribute", "position": "-391.00;-244.00", "size": "-24;0", "children": []}]}, {"name": null, "role": "AXRow", "description": "Remove tag (preserves children) checked", "role_description": "row", "value": 0, "position": "-391.00;-244.00", "size": "231;24", "children": [{"name": null, "role": "AXCheckBox", "description": "", "role_description": "checkbox", "value": 1, "position": "-391.00;-244.00", "size": "24;0", "children": []}, {"name": null, "role": "AXStaticText", "description": "Remove tag (preserves children)", "role_description": "text", "value": "Remove tag (preserves children)", "position": "-391.00;-244.00", "size": "-24;0", "children": []}]}, {"name": null, "role": "AXRow", "description": "Reset to default namespace checked", "role_description": "row", "value": 0, "position": "-391.00;-244.00", "size": "203;24", "children": [{"name": null, "role": "AXCheckBox", "description": "", "role_description": "checkbox", "value": 1, "position": "-391.00;-244.00", "size": "24;0", "children": []}, {"name": null, "role": "AXStaticText", "description": "Reset to default namespace", "role_description": "text", "value": "Reset to default namespace", "position": "-391.00;-244.00", "size": "-24;0", "children": []}]}, {"name": null, "role": "AXRow", "description": "Split current tag checked", "role_description": "row", "value": 0, "position": "-391.00;-244.00", "size": "129;24", "children": [{"name": null, "role": "AXCheckBox", "description": "", "role_description": "checkbox", "value": 1, "position": "-391.00;-244.00", "size": "24;0", "children": []}, {"name": null, "role": "AXStaticText", "description": "Split current tag", "role_description": "text", "value": "Split current tag", "position": "-391.00;-244.00", "size": "-24;0", "children": []}]}, {"name": null, "role": "AXRow", "description": "YAML checked", "role_description": "row", "value": 0, "position": "-391.00;-244.00", "size": "68;24", "children": [{"name": null, "role": "AXCheckBox", "description": "", "role_description": "checkbox", "value": 1, "position": "-391.00;-244.00", "size": "24;0", "children": []}, {"name": null, "role": "AXStaticText", "description": "YAML", "role_description": "text", "value": "YAML", "position": "-391.00;-244.00", "size": "-24;0", "children": []}]}, {"name": null, "role": "AXRow", "description": "Expand all collections inside checked", "role_description": "row", "value": 0, "position": "-391.00;-244.00", "size": "203;24", "children": [{"name": null, "role": "AXCheckBox", "description": "", "role_description": "checkbox", "value": 1, "position": "-391.00;-244.00", "size": "24;0", "children": []}, {"name": null, "role": "AXStaticText", "description": "Expand all collections inside", "role_description": "text", "value": "Expand all collections inside", "position": "-391.00;-244.00", "size": "-24;0", "children": []}]}, {"name": null, "role": "AXRow", "description": "Expand collection checked", "role_description": "row", "value": 0, "position": "-391.00;-244.00", "size": "139;24", "children": [{"name": null, "role": "AXCheckBox", "description": "", "role_description": "checkbox", "value": 1, "position": "-391.00;-244.00", "size": "24;0", "children": []}, {"name": null, "role": "AXStaticText", "description": "Expand collection", "role_description": "text", "value": "Expand collection", "position": "-391.00;-244.00", "size": "-24;0", "children": []}]}, {"name": null, "role": "AXRow", "description": "Inline collection checked", "role_description": "row", "value": 0, "position": "-391.00;-244.00", "size": "126;24", "children": [{"name": null, "role": "AXCheckBox", "description": "", "role_description": "checkbox", "value": 1, "position": "-391.00;-244.00", "size": "24;0", "children": []}, {"name": null, "role": "AXStaticText", "description": "Inline collection", "role_description": "text", "value": "Inline collection", "position": "-391.00;-244.00", "size": "-24;0", "children": []}]}, {"name": null, "role": "AXRow", "description": "Missing optional properties checked", "role_description": "row", "value": 0, "position": "-391.00;-244.00", "size": "197;24", "children": [{"name": null, "role": "AXCheckBox", "description": "", "role_description": "checkbox", "value": 1, "position": "-391.00;-244.00", "size": "24;0", "children": []}, {"name": null, "role": "AXStaticText", "description": "Missing optional properties", "role_description": "text", "value": "Missing optional properties", "position": "-391.00;-244.00", "size": "-24;0", "children": []}]}]}]}, {"name": null, "role": "AXScrollArea", "description": null, "role_description": "scroll area", "value": 0, "position": "-391.00;-244.00", "size": "342;145", "children": [{"name": null, "role": "AXTextField", "description": "text/html", "role_description": "text field", "value": "\nYou have selected the intention category AI Assistant. By clicking the checkbox, you can enable/ disable all intentions in this category. To enable/ disable a particular intention, select the intention inside this category.", "position": "-391.00;-244.00", "size": "342;145", "children": [{"name": null, "role": "AXTextField", "description": "text/html", "role_description": "text field", "value": null, "position": "-391.00;-244.00", "size": "0;0", "children": []}, {"name": null, "role": "AXTextField", "description": "text/html", "role_description": "text field", "value": null, "position": "-391.00;-244.00", "size": "257;17", "children": []}, {"name": null, "role": "AXTextField", "description": "text/html", "role_description": "text field", "value": null, "position": "-391.00;-244.00", "size": "76;17", "children": []}, {"name": null, "role": "AXTextField", "description": "text/html", "role_description": "text field", "value": null, "position": "-391.00;-244.00", "size": "4;17", "children": []}, {"name": null, "role": "AXTextField", "description": "text/html", "role_description": "text field", "value": null, "position": "-391.00;-244.00", "size": "258;17", "children": []}, {"name": null, "role": "AXTextField", "description": "text/html", "role_description": "text field", "value": null, "position": "-391.00;-244.00", "size": "323;34", "children": []}, {"name": null, "role": "AXTextField", "description": "text/html", "role_description": "text field", "value": null, "position": "-391.00;-244.00", "size": "66;17", "children": []}, {"name": null, "role": "AXTextField", "description": "text/html", "role_description": "text field", "value": null, "position": "-391.00;-244.00", "size": "312;34", "children": []}, {"name": null, "role": "AXTextField", "description": "text/html", "role_description": "text field", "value": null, "position": "-391.00;-244.00", "size": "0;17", "children": []}]}, {"name": null, "role": "AXScrollBar", "description": null, "role_description": "scroll bar", "value": 0, "position": "-391.00;-244.00", "size": "0;0", "children": []}, {"name": null, "role": "AXScrollBar", "description": null, "role_description": "scroll bar", "value": 0, "position": "-391.00;-244.00", "size": "0;0", "children": []}]}, {"name": null, "role": "AXStaticText", "description": "Before:", "role_description": "text", "value": "Before:", "position": "-391.00;-244.00", "size": "44;17", "children": []}, {"name": null, "role": "AXScrollArea", "description": null, "role_description": "scroll area", "value": 0, "position": "-391.00;-244.00", "size": "342;184", "children": [{"name": null, "role": "AXScrollBar", "description": null, "role_description": "scroll bar", "value": 0, "position": "-391.00;-244.00", "size": "14;182", "children": []}, {"name": null, "role": "AXScrollBar", "description": null, "role_description": "scroll bar", "value": 0, "position": "-391.00;-244.00", "size": "302;14", "children": []}, {"name": null, "role": "AXGroup", "description": "", "role_description": "group", "value": 0, "position": "-391.00;-244.00", "size": "0;0", "children": []}, {"name": null, "role": "AXStaticText", "description": "", "role_description": "text", "value": "", "position": "-391.00;-244.00", "size": "0;0", "children": []}, {"name": null, "role": "AXGroup", "description": null, "role_description": "group", "value": 0, "position": "-391.00;-244.00", "size": "24;182", "children": []}, {"name": null, "role": "AXTextArea", "description": "Editor", "role_description": "text entry area", "value": "The sample code featuring the selected intention will be shown here. \nFlashing rectangle shows the place where intention is applicable.", "position": "-391.00;-244.00", "size": "538;182", "children": []}]}, {"name": null, "role": "AXStaticText", "description": "", "role_description": "text", "value": "", "position": "-391.00;-244.00", "size": "0;0", "children": [{"name": null, "role": "AXStaticText", "description": null, "role_description": "text", "value": null, "position": "-391.00;-244.00", "size": "0;0", "children": []}, {"name": null, "role": "AXTextField", "description": "text/html", "role_description": "text field", "value": "", "position": "-391.00;-244.00", "size": "0;0", "children": [{"name": null, "role": "AXTextField", "description": "text/html", "role_description": "text field", "value": null, "position": "-391.00;-244.00", "size": "0;0", "children": []}]}]}, {"name": null, "role": "AXStaticText", "description": "After:", "role_description": "text", "value": "After:", "position": "-391.00;-244.00", "size": "34;17", "children": []}, {"name": null, "role": "AXScrollArea", "description": null, "role_description": "scroll area", "value": 0, "position": "-391.00;-244.00", "size": "342;184", "children": [{"name": null, "role": "AXScrollBar", "description": null, "role_description": "scroll bar", "value": 0, "position": "-391.00;-244.00", "size": "14;182", "children": []}, {"name": null, "role": "AXScrollBar", "description": null, "role_description": "scroll bar", "value": 0, "position": "-391.00;-244.00", "size": "302;14", "children": []}, {"name": null, "role": "AXGroup", "description": "", "role_description": "group", "value": 0, "position": "-391.00;-244.00", "size": "0;0", "children": []}, {"name": null, "role": "AXStaticText", "description": "", "role_description": "text", "value": "", "position": "-391.00;-244.00", "size": "0;0", "children": []}, {"name": null, "role": "AXGroup", "description": null, "role_description": "group", "value": 0, "position": "-391.00;-244.00", "size": "24;182", "children": []}, {"name": null, "role": "AXTextArea", "description": "Editor", "role_description": "text entry area", "value": "The result of applying the intention will be shown here.", "position": "-391.00;-244.00", "size": "436;182", "children": []}]}, {"name": null, "role": "AXStaticText", "description": "", "role_description": "text", "value": "", "position": "-391.00;-244.00", "size": "0;0", "children": [{"name": null, "role": "AXStaticText", "description": null, "role_description": "text", "value": null, "position": "-391.00;-244.00", "size": "0;0", "children": []}, {"name": null, "role": "AXTextField", "description": "text/html", "role_description": "text field", "value": "", "position": "-391.00;-244.00", "size": "0;0", "children": [{"name": null, "role": "AXTextField", "description": "text/html", "role_description": "text field", "value": null, "position": "-391.00;-244.00", "size": "0;0", "children": []}]}]}, {"name": null, "role": "AXScrollArea", "description": null, "role_description": "scroll area", "value": 0, "position": "-391.00;-244.00", "size": "677;529", "children": [{"name": null, "role": "AXTable", "description": "table", "role_description": "table", "value": 0, "position": "-391.00;-244.00", "size": "677;504", "children": []}, {"name": null, "role": "AXScrollBar", "description": null, "role_description": "scroll bar", "value": 0, "position": "-391.00;-244.00", "size": "0;0", "children": []}, {"name": null, "role": "AXScrollBar", "description": null, "role_description": "scroll bar", "value": 0, "position": "-391.00;-244.00", "size": "0;0", "children": []}, {"name": null, "role": "AXStaticText", "description": " ", "role_description": "text", "value": " ", "position": "-391.00;-244.00", "size": "28;0", "children": []}, {"name": null, "role": "AXStaticText", "description": "Name", "role_description": "text", "value": "Name", "position": "-391.00;-244.00", "size": "411;0", "children": []}, {"name": null, "role": "AXStaticText", "description": "Language", "role_description": "text", "value": "Language", "position": "-391.00;-244.00", "size": "162;0", "children": []}, {"name": null, "role": "AXStaticText", "description": "Scope", "role_description": "text", "value": "Scope", "position": "-391.00;-244.00", "size": "76;0", "children": []}]}, {"name": null, "role": "AXGroup", "description": "Action Toolbar", "role_description": "group", "value": 0, "position": "-391.00;-244.00", "size": "677;24", "children": [{"name": null, "role": "AXButton", "description": "Add", "role_description": "button", "value": null, "position": "-391.00;-244.00", "size": "26;24", "children": []}, {"name": null, "role": "AXButton", "description": "Remove", "role_description": "button", "value": null, "position": "-391.00;-244.00", "size": "26;24", "children": []}, {"name": null, "role": "AXButton", "description": "Edit", "role_description": "button", "value": null, "position": "-391.00;-244.00", "size": "26;24", "children": []}, {"name": null, "role": "AXButton", "description": "Duplicate", "role_description": "button", "value": null, "position": "-391.00;-244.00", "size": "26;24", "children": []}, {"name": null, "role": "AXButton", "description": "Enable Selected Injections", "role_description": "button", "value": null, "position": "-391.00;-244.00", "size": "26;24", "children": []}, {"name": null, "role": "AXButton", "description": "Disable Selected Injections", "role_description": "button", "value": null, "position": "-391.00;-244.00", "size": "26;24", "children": []}, {"name": null, "role": "AXButton", "description": "Move to Project Scope", "role_description": "button", "value": null, "position": "-391.00;-244.00", "size": "26;24", "children": []}, {"name": null, "role": "AXButton", "description": "Import", "role_description": "button", "value": null, "position": "-391.00;-244.00", "size": "26;24", "children": []}, {"name": null, "role": "AXButton", "description": "Export", "role_description": "button", "value": null, "position": "-391.00;-244.00", "size": "26;24", "children": []}]}, {"name": null, "role": "AXStaticText", "description": "no injections configured", "role_description": "text", "value": "no injections configured", "position": "-391.00;-244.00", "size": "679;17", "children": []}, {"name": null, "role": "AXScrollArea", "description": null, "role_description": "scroll area", "value": 0, "position": "-391.00;-244.00", "size": "348;123", "children": [{"name": null, "role": "AXList", "description": "list", "role_description": "list", "value": 0, "position": "-391.00;-244.00", "size": "348;123", "children": [{"name": null, "role": "AXRow", "description": "English (USA)", "role_description": "row", "value": 0, "position": "-391.00;-244.00", "size": "348;27", "children": [{"name": null, "role": "AXStaticText", "description": "English (USA)", "role_description": "text", "value": 0, "position": "-391.00;-244.00", "size": "348;27", "children": []}]}]}, {"name": null, "role": "AXScrollBar", "description": null, "role_description": "scroll bar", "value": 0, "position": "-391.00;-244.00", "size": "0;0", "children": []}, {"name": null, "role": "AXScrollBar", "description": null, "role_description": "scroll bar", "value": 0, "position": "-391.00;-244.00", "size": "0;0", "children": []}]}, {"name": null, "role": "AXGroup", "description": "Action Toolbar", "role_description": "group", "value": 0, "position": "-391.00;-244.00", "size": "348;24", "children": [{"name": null, "role": "AXButton", "description": "Add", "role_description": "button", "value": null, "position": "-391.00;-244.00", "size": "26;24", "children": []}, {"name": null, "role": "AXButton", "description": "Remove", "role_description": "button", "value": null, "position": "-391.00;-244.00", "size": "26;24", "children": []}]}, {"name": null, "role": "AXLink", "description": "Download missing languages", "role_description": "link", "value": null, "position": "-391.00;-244.00", "size": "0;0", "children": []}, {"name": null, "role": "AXLink", "description": "Configure 'Proofreading' inspections...", "role_description": "link", "value": null, "position": "-391.00;-244.00", "size": "238;17", "children": []}, {"name": null, "role": "AXTabGroup", "description": "Rules", "role_description": "tab group", "value": "{\n    \"name\": null,\n    \"role\": \"No role\",\n    \"description\": \"\",\n    \"role_description\": \"\",\n    \"value\": null,\n    \"position\": \"\",\n    \"size\": \"\",\n    \"children\": []\n}", "position": "-391.00;-244.00", "size": "679;573", "children": [{"name": null, "role": "No role", "description": "", "role_description": "", "value": null, "position": "", "size": "", "children": []}, {"name": null, "role": "No role", "description": "", "role_description": "", "value": null, "position": "", "size": "", "children": []}, {"name": null, "role": "No role", "description": "", "role_description": "", "value": null, "position": "", "size": "", "children": []}, {"name": null, "role": "AXGroup", "description": "Action Toolbar", "role_description": "group", "value": 0, "position": "-391.00;-244.00", "size": "66;34", "children": [{"name": null, "role": "AXButton", "description": "Expand All", "role_description": "button", "value": null, "position": "-391.00;-244.00", "size": "26;24", "children": []}, {"name": null, "role": "AXButton", "description": "Collapse All", "role_description": "button", "value": null, "position": "-391.00;-244.00", "size": "26;24", "children": []}]}, {"name": null, "role": "AXTextField", "description": "Message text filter", "role_description": "text field", "value": "", "position": "-391.00;-244.00", "size": "240;34", "children": []}, {"name": null, "role": "AXScrollArea", "description": null, "role_description": "scroll area", "value": 0, "position": "-391.00;-244.00", "size": "306;489", "children": [{"name": null, "role": "AXOutline", "description": "tree", "role_description": "outline", "value": 0, "position": "-391.00;-244.00", "size": "304;487", "children": [{"name": null, "role": "AXRow", "description": "not checked", "role_description": "row", "value": 0, "position": "-391.00;-244.00", "size": "117;24", "children": [{"name": null, "role": "AXCheckBox", "description": "", "role_description": "checkbox", "value": 0, "position": "-391.00;-244.00", "size": "24;24", "children": []}, {"name": null, "role": "AXStaticText", "description": "", "role_description": "text", "value": "", "position": "-391.00;-244.00", "size": "260;24", "children": []}]}]}, {"name": null, "role": "AXScrollBar", "description": null, "role_description": "scroll bar", "value": 0, "position": "-391.00;-244.00", "size": "0;0", "children": []}, {"name": null, "role": "AXScrollBar", "description": null, "role_description": "scroll bar", "value": 0, "position": "-391.00;-244.00", "size": "0;0", "children": []}]}, {"name": null, "role": "AXLink", "description": "Rule description", "role_description": "link", "value": null, "position": "-391.00;-244.00", "size": "99;0", "children": []}, {"name": null, "role": "AXImage", "description": null, "role_description": "image", "value": null, "position": "-391.00;-244.00", "size": "16;0", "children": []}, {"name": null, "role": "AXScrollArea", "description": null, "role_description": "scroll area", "value": 0, "position": "-391.00;-244.00", "size": "353;495", "children": [{"name": null, "role": "AXTextField", "description": "text/html", "role_description": "text field", "value": "\nUse the checkbox to toggle all rules in the English (USA) language", "position": "-391.00;-244.00", "size": "353;495", "children": [{"name": null, "role": "AXTextField", "description": "text/html", "role_description": "text field", "value": null, "position": "-391.00;-244.00", "size": "0;0", "children": []}, {"name": null, "role": "AXTextField", "description": "text/html", "role_description": "text field", "value": null, "position": "-391.00;-244.00", "size": "262;17", "children": []}, {"name": null, "role": "AXTextField", "description": "text/html", "role_description": "text field", "value": null, "position": "-391.00;-244.00", "size": "311;34", "children": []}, {"name": null, "role": "AXTextField", "description": "text/html", "role_description": "text field", "value": null, "position": "-391.00;-244.00", "size": "60;17", "children": []}, {"name": null, "role": "AXTextField", "description": "text/html", "role_description": "text field", "value": null, "position": "-391.00;-244.00", "size": "0;17", "children": []}]}, {"name": null, "role": "AXScrollBar", "description": null, "role_description": "scroll bar", "value": 0, "position": "-391.00;-244.00", "size": "0;0", "children": []}, {"name": null, "role": "AXScrollBar", "description": null, "role_description": "scroll bar", "value": 0, "position": "-391.00;-244.00", "size": "0;0", "children": []}]}]}, {"name": null, "role": "AXScrollArea", "description": null, "role_description": "scroll area", "value": 0, "position": "-391.00;-244.00", "size": "677;84", "children": [{"name": null, "role": "AXTable", "description": "table", "role_description": "table", "value": 0, "position": "-391.00;-244.00", "size": "677;84", "children": [{"name": null, "role": "AXRow", "description": "Application-level dictionary [built-in]", "role_description": "row", "value": 0, "position": "-391.00;-244.00", "size": "677;21", "children": [{"name": null, "role": "AXCell", "description": "Application-level dictionary [built-in]", "role_description": "cell", "value": 0, "position": "-391.00;-244.00", "size": "677;21", "children": [{"name": null, "role": "AXStaticText", "description": "Application-level dictionary [built-in]", "role_description": "text", "value": 0, "position": "-391.00;-244.00", "size": "677;21", "children": []}]}]}, {"name": null, "role": "AXRow", "description": "Project-level dictionary [built-in]", "role_description": "row", "value": 0, "position": "-391.00;-244.00", "size": "677;21", "children": [{"name": null, "role": "AXCell", "description": "Project-level dictionary [built-in]", "role_description": "cell", "value": 0, "position": "-391.00;-244.00", "size": "677;21", "children": [{"name": null, "role": "AXStaticText", "description": "Project-level dictionary [built-in]", "role_description": "text", "value": 0, "position": "-391.00;-244.00", "size": "677;21", "children": []}]}]}]}, {"name": null, "role": "AXScrollBar", "description": null, "role_description": "scroll bar", "value": 0, "position": "-391.00;-244.00", "size": "0;0", "children": []}, {"name": null, "role": "AXScrollBar", "description": null, "role_description": "scroll bar", "value": 0, "position": "-391.00;-244.00", "size": "0;0", "children": []}]}, {"name": null, "role": "AXGroup", "description": "Action Toolbar", "role_description": "group", "value": 0, "position": "-391.00;-244.00", "size": "677;24", "children": [{"name": null, "role": "AXButton", "description": "Add custom dictionaries", "role_description": "button", "value": null, "position": "-391.00;-244.00", "size": "26;24", "children": []}, {"name": null, "role": "AXButton", "description": "Remove custom dictionaries", "role_description": "button", "value": null, "position": "-391.00;-244.00", "size": "26;24", "children": []}, {"name": null, "role": "AXButton", "description": "Edit custom dictionary", "role_description": "button", "value": null, "position": "-391.00;-244.00", "size": "26;24", "children": []}]}, {"name": null, "role": "AXCheckBox", "description": "Use single dictionary for saving words:", "role_description": "checkbox", "value": 1, "position": "-391.00;-244.00", "size": "266;25", "children": []}, {"name": null, "role": "AXPopUpButton", "description": null, "role_description": "pop up button", "value": "application-level", "position": "-391.00;-244.00", "size": "287;34", "children": [{"name": null, "role": "AXPopUpButton", "description": null, "role_description": "pop up button", "value": null, "position": "-391.00;-244.00", "size": "0;0", "children": [{"name": null, "role": "AXMenuItem", "description": null, "role_description": "menu item", "value": null, "position": "-391.00;-244.00", "size": "0;0", "children": [{"name": null, "role": "AXList", "description": "list", "role_description": "list", "value": 0, "position": "-391.00;-244.00", "size": "0;0", "children": [{"name": null, "role": "AXRow", "description": "application-level", "role_description": "row", "value": 0, "position": "-391.00;-244.00", "size": "0;24", "children": [{"name": null, "role": "AXStaticText", "description": "application-level", "role_description": "text", "value": 0, "position": "-391.00;-244.00", "size": "0;24", "children": []}]}, {"name": null, "role": "AXRow", "description": "project-level", "role_description": "row", "value": 0, "position": "-391.00;-244.00", "size": "0;24", "children": [{"name": null, "role": "AXStaticText", "description": "project-level", "role_description": "text", "value": 0, "position": "-391.00;-244.00", "size": "0;24", "children": []}]}]}, {"name": null, "role": "AXScrollBar", "description": null, "role_description": "scroll bar", "value": 0, "position": "-391.00;-244.00", "size": "0;0", "children": []}]}]}]}, {"name": null, "role": "AXScrollArea", "description": null, "role_description": "scroll area", "value": 0, "position": "-391.00;-244.00", "size": "677;212", "children": [{"name": null, "role": "AXList", "description": "list", "role_description": "list", "value": 0, "position": "-391.00;-244.00", "size": "677;212", "children": []}, {"name": null, "role": "AXScrollBar", "description": null, "role_description": "scroll bar", "value": 0, "position": "-391.00;-244.00", "size": "0;0", "children": []}, {"name": null, "role": "AXScrollBar", "description": null, "role_description": "scroll bar", "value": 0, "position": "-391.00;-244.00", "size": "0;0", "children": []}]}, {"name": null, "role": "AXGroup", "description": "Action Toolbar", "role_description": "group", "value": 0, "position": "-391.00;-244.00", "size": "677;24", "children": [{"name": null, "role": "AXButton", "description": "Add", "role_description": "button", "value": null, "position": "-391.00;-244.00", "size": "26;24", "children": []}, {"name": null, "role": "AXButton", "description": "Remove", "role_description": "button", "value": null, "position": "-391.00;-244.00", "size": "26;24", "children": []}]}, {"name": null, "role": "AXLink", "description": "Configure 'Spelling' inspection...", "role_description": "link", "value": null, "position": "-391.00;-244.00", "size": "679;38", "children": []}, {"name": null, "role": "AXScrollArea", "description": null, "role_description": "scroll area", "value": 0, "position": "-391.00;-244.00", "size": "711;600", "children": [{"name": null, "role": "AXScrollBar", "description": null, "role_description": "scroll bar", "value": 0, "position": "-391.00;-244.00", "size": "0;0", "children": []}, {"name": null, "role": "AXScrollBar", "description": null, "role_description": "scroll bar", "value": 0, "position": "-391.00;-244.00", "size": "0;0", "children": []}, {"name": null, "role": "AXCheckBox", "description": "Enable Reader mode", "role_description": "checkbox", "value": 1, "position": "-391.00;-244.00", "size": "155;25", "children": []}, {"name": null, "role": "AXTextField", "description": "text/html", "role_description": "text field", "value": "\nAvailable for library and read-only files. Makes the code convenient to read using the options below.", "position": "-391.00;-244.00", "size": "560;30", "children": [{"name": null, "role": "AXTextField", "description": "text/html", "role_description": "text field", "value": null, "position": "-391.00;-244.00", "size": "0;0", "children": []}, {"name": null, "role": "AXTextField", "description": "text/html", "role_description": "text field", "value": null, "position": "-391.00;-244.00", "size": "531;30", "children": []}, {"name": null, "role": "AXTextField", "description": "text/html", "role_description": "text field", "value": null, "position": "-391.00;-244.00", "size": "0;15", "children": []}]}, {"name": null, "role": "AXStaticText", "description": "Show in Reader mode:", "role_description": "text", "value": "Show in Reader mode:", "position": "-391.00;-244.00", "size": "138;17", "children": []}, {"name": null, "role": "AXCheckBox", "description": "Rendered documentation comments", "role_description": "checkbox", "value": 1, "position": "-391.00;-244.00", "size": "252;25", "children": []}, {"name": null, "role": "AXCheckBox", "description": "Error and warning highlighting, inspection widget", "role_description": "checkbox", "value": 0, "position": "-391.00;-244.00", "size": "329;25", "children": []}, {"name": null, "role": "AXCheckBox", "description": "Font ligatures", "role_description": "checkbox", "value": 0, "position": "-391.00;-244.00", "size": "112;25", "children": []}, {"name": null, "role": "AXCheckBox", "description": "Increased line height", "role_description": "checkbox", "value": 0, "position": "-391.00;-244.00", "size": "156;25", "children": []}, {"name": null, "role": "AXTextField", "description": "text/html", "role_description": "text field", "value": "\nIncreased by 1.2", "position": "-391.00;-244.00", "size": "463;15", "children": [{"name": null, "role": "AXTextField", "description": "text/html", "role_description": "text field", "value": null, "position": "-391.00;-244.00", "size": "0;0", "children": []}, {"name": null, "role": "AXTextField", "description": "text/html", "role_description": "text field", "value": null, "position": "-391.00;-244.00", "size": "93;15", "children": []}, {"name": null, "role": "AXTextField", "description": "text/html", "role_description": "text field", "value": null, "position": "-391.00;-244.00", "size": "0;15", "children": []}]}, {"name": null, "role": "AXCheckBox", "description": "Code vision hints for usages, inheritors, and related problems", "role_description": "checkbox", "value": 1, "position": "-391.00;-244.00", "size": "0;0", "children": []}, {"name": null, "role": "AXCheckBox", "description": "Format code according to preferred style", "role_description": "checkbox", "value": 1, "position": "-391.00;-244.00", "size": "281;25", "children": []}, {"name": null, "role": "AXRadioButton", "description": "Use active scheme: Default", "role_description": "radio button", "value": 1, "position": "-391.00;-244.00", "size": "196;25", "children": []}, {"name": null, "role": "AXRadioButton", "description": "Choose scheme:", "role_description": "radio button", "value": 0, "position": "-391.00;-244.00", "size": "130;25", "children": []}, {"name": null, "role": "AXPopUpButton", "description": null, "role_description": "pop up button", "value": "Default", "position": "-391.00;-244.00", "size": "153;34", "children": [{"name": null, "role": "AXPopUpButton", "description": null, "role_description": "pop up button", "value": null, "position": "-391.00;-244.00", "size": "0;0", "children": []}]}]}, {"name": null, "role": "AXTextField", "description": "text/html", "role_description": "text field", "value": "\nUse this page to add TextMate bundles for languages that do not have first-class support in PyCharm.", "position": "-391.00;-244.00", "size": "679;17", "children": [{"name": null, "role": "AXTextField", "description": "text/html", "role_description": "text field", "value": null, "position": "-391.00;-244.00", "size": "0;0", "children": []}, {"name": null, "role": "AXTextField", "description": "text/html", "role_description": "text field", "value": null, "position": "-391.00;-244.00", "size": "629;17", "children": []}, {"name": null, "role": "AXTextField", "description": "text/html", "role_description": "text field", "value": null, "position": "-391.00;-244.00", "size": "0;17", "children": []}]}, {"name": null, "role": "AXScrollArea", "description": null, "role_description": "scroll area", "value": 0, "position": "-391.00;-244.00", "size": "677;517", "children": [{"name": null, "role": "AXScrollBar", "description": null, "role_description": "scroll bar", "value": 0, "position": "-391.00;-244.00", "size": "14;517", "children": []}, {"name": null, "role": "AXScrollBar", "description": null, "role_description": "scroll bar", "value": 0, "position": "-391.00;-244.00", "size": "0;0", "children": []}, {"name": null, "role": "AXList", "description": "list", "role_description": "list", "value": 0, "position": "-391.00;-244.00", "size": "677;1620", "children": [{"name": null, "role": "AXRow", "description": null, "role_description": "row", "value": 0, "position": "-391.00;-244.00", "size": "677;26", "children": [{"name": null, "role": "JavaAxIgnore", "description": null, "role_description": "JavaAxIgnore", "value": 0, "position": "-391.00;-244.00", "size": "677;26", "children": [{"name": null, "role": "AXCheckBox", "description": "adoc", "role_description": "checkbox", "value": 1, "position": "-391.00;-244.00", "size": "58;24", "children": []}, {"name": null, "role": "AXStaticText", "description": "Built-in", "role_description": "text", "value": "Built-in", "position": "-391.00;-244.00", "size": "0;0", "children": []}]}]}, {"name": null, "role": "AXRow", "description": null, "role_description": "row", "value": 0, "position": "-391.00;-244.00", "size": "677;26", "children": [{"name": null, "role": "JavaAxIgnore", "description": null, "role_description": "JavaAxIgnore", "value": 0, "position": "-391.00;-244.00", "size": "677;26", "children": [{"name": null, "role": "AXCheckBox", "description": "bat", "role_description": "checkbox", "value": 1, "position": "-391.00;-244.00", "size": "48;24", "children": []}, {"name": null, "role": "AXStaticText", "description": "Built-in", "role_description": "text", "value": "Built-in", "position": "-391.00;-244.00", "size": "0;0", "children": []}]}]}, {"name": null, "role": "AXRow", "description": null, "role_description": "row", "value": 0, "position": "-391.00;-244.00", "size": "677;26", "children": [{"name": null, "role": "JavaAxIgnore", "description": null, "role_description": "JavaAxIgnore", "value": 0, "position": "-391.00;-244.00", "size": "677;26", "children": [{"name": null, "role": "AXCheckBox", "description": "bicep", "role_description": "checkbox", "value": 1, "position": "-391.00;-244.00", "size": "62;24", "children": []}, {"name": null, "role": "AXStaticText", "description": "Built-in", "role_description": "text", "value": "Built-in", "position": "-391.00;-244.00", "size": "0;0", "children": []}]}]}, {"name": null, "role": "AXRow", "description": null, "role_description": "row", "value": 0, "position": "-391.00;-244.00", "size": "677;26", "children": [{"name": null, "role": "JavaAxIgnore", "description": null, "role_description": "JavaAxIgnore", "value": 0, "position": "-391.00;-244.00", "size": "677;26", "children": [{"name": null, "role": "AXCheckBox", "description": "bicepparam", "role_description": "checkbox", "value": 1, "position": "-391.00;-244.00", "size": "101;24", "children": []}, {"name": null, "role": "AXStaticText", "description": "Built-in", "role_description": "text", "value": "Built-in", "position": "-391.00;-244.00", "size": "0;0", "children": []}]}]}, {"name": null, "role": "AXRow", "description": null, "role_description": "row", "value": 0, "position": "-391.00;-244.00", "size": "677;26", "children": [{"name": null, "role": "JavaAxIgnore", "description": null, "role_description": "JavaAxIgnore", "value": 0, "position": "-391.00;-244.00", "size": "677;26", "children": [{"name": null, "role": "AXCheckBox", "description": "clojure", "role_description": "checkbox", "value": 1, "position": "-391.00;-244.00", "size": "69;24", "children": []}, {"name": null, "role": "AXStaticText", "description": "Built-in", "role_description": "text", "value": "Built-in", "position": "-391.00;-244.00", "size": "0;0", "children": []}]}]}, {"name": null, "role": "AXRow", "description": null, "role_description": "row", "value": 0, "position": "-391.00;-244.00", "size": "677;26", "children": [{"name": null, "role": "JavaAxIgnore", "description": null, "role_description": "JavaAxIgnore", "value": 0, "position": "-391.00;-244.00", "size": "677;26", "children": [{"name": null, "role": "AXCheckBox", "description": "cmake", "role_description": "checkbox", "value": 1, "position": "-391.00;-244.00", "size": "69;24", "children": []}, {"name": null, "role": "AXStaticText", "description": "Built-in", "role_description": "text", "value": "Built-in", "position": "-391.00;-244.00", "size": "0;0", "children": []}]}]}, {"name": null, "role": "AXRow", "description": null, "role_description": "row", "value": 0, "position": "-391.00;-244.00", "size": "677;26", "children": [{"name": null, "role": "JavaAxIgnore", "description": null, "role_description": "JavaAxIgnore", "value": 0, "position": "-391.00;-244.00", "size": "677;26", "children": [{"name": null, "role": "AXCheckBox", "description": "coffeescript", "role_description": "checkbox", "value": 1, "position": "-391.00;-244.00", "size": "102;24", "children": []}, {"name": null, "role": "AXStaticText", "description": "Built-in", "role_description": "text", "value": "Built-in", "position": "-391.00;-244.00", "size": "0;0", "children": []}]}]}, {"name": null, "role": "AXRow", "description": null, "role_description": "row", "value": 0, "position": "-391.00;-244.00", "size": "677;26", "children": [{"name": null, "role": "JavaAxIgnore", "description": null, "role_description": "JavaAxIgnore", "value": 0, "position": "-391.00;-244.00", "size": "677;26", "children": [{"name": null, "role": "AXCheckBox", "description": "cpp", "role_description": "checkbox", "value": 1, "position": "-391.00;-244.00", "size": "51;24", "children": []}, {"name": null, "role": "AXStaticText", "description": "Built-in", "role_description": "text", "value": "Built-in", "position": "-391.00;-244.00", "size": "0;0", "children": []}]}]}, {"name": null, "role": "AXRow", "description": null, "role_description": "row", "value": 0, "position": "-391.00;-244.00", "size": "677;26", "children": [{"name": null, "role": "JavaAxIgnore", "description": null, "role_description": "JavaAxIgnore", "value": 0, "position": "-391.00;-244.00", "size": "677;26", "children": [{"name": null, "role": "AXCheckBox", "description": "csharp", "role_description": "checkbox", "value": 1, "position": "-391.00;-244.00", "size": "70;24", "children": []}, {"name": null, "role": "AXStaticText", "description": "Built-in", "role_description": "text", "value": "Built-in", "position": "-391.00;-244.00", "size": "0;0", "children": []}]}]}, {"name": null, "role": "AXRow", "description": null, "role_description": "row", "value": 0, "position": "-391.00;-244.00", "size": "677;26", "children": [{"name": null, "role": "JavaAxIgnore", "description": null, "role_description": "JavaAxIgnore", "value": 0, "position": "-391.00;-244.00", "size": "677;26", "children": [{"name": null, "role": "AXCheckBox", "description": "css", "role_description": "checkbox", "value": 1, "position": "-391.00;-244.00", "size": "49;24", "children": []}, {"name": null, "role": "AXStaticText", "description": "Built-in", "role_description": "text", "value": "Built-in", "position": "-391.00;-244.00", "size": "0;0", "children": []}]}]}, {"name": null, "role": "AXRow", "description": null, "role_description": "row", "value": 0, "position": "-391.00;-244.00", "size": "677;26", "children": [{"name": null, "role": "JavaAxIgnore", "description": null, "role_description": "JavaAxIgnore", "value": 0, "position": "-391.00;-244.00", "size": "677;26", "children": [{"name": null, "role": "AXCheckBox", "description": "dart", "role_description": "checkbox", "value": 1, "position": "-391.00;-244.00", "size": "53;24", "children": []}, {"name": null, "role": "AXStaticText", "description": "Built-in", "role_description": "text", "value": "Built-in", "position": "-391.00;-244.00", "size": "0;0", "children": []}]}]}, {"name": null, "role": "AXRow", "description": null, "role_description": "row", "value": 0, "position": "-391.00;-244.00", "size": "677;26", "children": [{"name": null, "role": "JavaAxIgnore", "description": null, "role_description": "JavaAxIgnore", "value": 0, "position": "-391.00;-244.00", "size": "677;26", "children": [{"name": null, "role": "AXCheckBox", "description": "diff", "role_description": "checkbox", "value": 1, "position": "-391.00;-244.00", "size": "49;24", "children": []}, {"name": null, "role": "AXStaticText", "description": "Built-in", "role_description": "text", "value": "Built-in", "position": "-391.00;-244.00", "size": "0;0", "children": []}]}]}, {"name": null, "role": "AXRow", "description": null, "role_description": "row", "value": 0, "position": "-391.00;-244.00", "size": "677;26", "children": [{"name": null, "role": "JavaAxIgnore", "description": null, "role_description": "JavaAxIgnore", "value": 0, "position": "-391.00;-244.00", "size": "677;26", "children": [{"name": null, "role": "AXCheckBox", "description": "docker", "role_description": "checkbox", "value": 1, "position": "-391.00;-244.00", "size": "71;24", "children": []}, {"name": null, "role": "AXStaticText", "description": "Built-in", "role_description": "text", "value": "Built-in", "position": "-391.00;-244.00", "size": "0;0", "children": []}]}]}, {"name": null, "role": "AXRow", "description": null, "role_description": "row", "value": 0, "position": "-391.00;-244.00", "size": "677;26", "children": [{"name": null, "role": "JavaAxIgnore", "description": null, "role_description": "JavaAxIgnore", "value": 0, "position": "-391.00;-244.00", "size": "677;26", "children": [{"name": null, "role": "AXCheckBox", "description": "erlang", "role_description": "checkbox", "value": 1, "position": "-391.00;-244.00", "size": "66;24", "children": []}, {"name": null, "role": "AXStaticText", "description": "Built-in", "role_description": "text", "value": "Built-in", "position": "-391.00;-244.00", "size": "0;0", "children": []}]}]}, {"name": null, "role": "AXRow", "description": null, "role_description": "row", "value": 0, "position": "-391.00;-244.00", "size": "677;26", "children": [{"name": null, "role": "JavaAxIgnore", "description": null, "role_description": "JavaAxIgnore", "value": 0, "position": "-391.00;-244.00", "size": "677;26", "children": [{"name": null, "role": "AXCheckBox", "description": "fsharp", "role_description": "checkbox", "value": 1, "position": "-391.00;-244.00", "size": "67;24", "children": []}, {"name": null, "role": "AXStaticText", "description": "Built-in", "role_description": "text", "value": "Built-in", "position": "-391.00;-244.00", "size": "0;0", "children": []}]}]}, {"name": null, "role": "AXRow", "description": null, "role_description": "row", "value": 0, "position": "-391.00;-244.00", "size": "677;26", "children": [{"name": null, "role": "JavaAxIgnore", "description": null, "role_description": "JavaAxIgnore", "value": 0, "position": "-391.00;-244.00", "size": "677;26", "children": [{"name": null, "role": "AXCheckBox", "description": "git-base", "role_description": "checkbox", "value": 1, "position": "-391.00;-244.00", "size": "79;24", "children": []}, {"name": null, "role": "AXStaticText", "description": "Built-in", "role_description": "text", "value": "Built-in", "position": "-391.00;-244.00", "size": "0;0", "children": []}]}]}, {"name": null, "role": "AXRow", "description": null, "role_description": "row", "value": 0, "position": "-391.00;-244.00", "size": "677;26", "children": [{"name": null, "role": "JavaAxIgnore", "description": null, "role_description": "JavaAxIgnore", "value": 0, "position": "-391.00;-244.00", "size": "677;26", "children": [{"name": null, "role": "AXCheckBox", "description": "go", "role_description": "checkbox", "value": 1, "position": "-391.00;-244.00", "size": "44;24", "children": []}, {"name": null, "role": "AXStaticText", "description": "Built-in", "role_description": "text", "value": "Built-in", "position": "-391.00;-244.00", "size": "0;0", "children": []}]}]}, {"name": null, "role": "AXRow", "description": null, "role_description": "row", "value": 0, "position": "-391.00;-244.00", "size": "677;26", "children": [{"name": null, "role": "JavaAxIgnore", "description": null, "role_description": "JavaAxIgnore", "value": 0, "position": "-391.00;-244.00", "size": "677;26", "children": [{"name": null, "role": "AXCheckBox", "description": "groovy", "role_description": "checkbox", "value": 1, "position": "-391.00;-244.00", "size": "71;24", "children": []}, {"name": null, "role": "AXStaticText", "description": "Built-in", "role_description": "text", "value": "Built-in", "position": "-391.00;-244.00", "size": "0;0", "children": []}]}]}, {"name": null, "role": "AXRow", "description": null, "role_description": "row", "value": 0, "position": "-391.00;-244.00", "size": "677;26", "children": [{"name": null, "role": "JavaAxIgnore", "description": null, "role_description": "JavaAxIgnore", "value": 0, "position": "-391.00;-244.00", "size": "677;26", "children": [{"name": null, "role": "AXCheckBox", "description": "handlebars", "role_description": "checkbox", "value": 1, "position": "-391.00;-244.00", "size": "96;24", "children": []}, {"name": null, "role": "AXStaticText", "description": "Built-in", "role_description": "text", "value": "Built-in", "position": "-391.00;-244.00", "size": "0;0", "children": []}]}]}, {"name": null, "role": "AXRow", "description": null, "role_description": "row", "value": 0, "position": "-391.00;-244.00", "size": "677;26", "children": [{"name": null, "role": "JavaAxIgnore", "description": null, "role_description": "JavaAxIgnore", "value": 0, "position": "-391.00;-244.00", "size": "677;26", "children": [{"name": null, "role": "AXCheckBox", "description": "hcl", "role_description": "checkbox", "value": 1, "position": "-391.00;-244.00", "size": "46;24", "children": []}, {"name": null, "role": "AXStaticText", "description": "Built-in", "role_description": "text", "value": "Built-in", "position": "-391.00;-244.00", "size": "0;0", "children": []}]}]}, {"name": null, "role": "AXRow", "description": null, "role_description": "row", "value": 0, "position": "-391.00;-244.00", "size": "677;26", "children": [{"name": null, "role": "JavaAxIgnore", "description": null, "role_description": "JavaAxIgnore", "value": 0, "position": "-391.00;-244.00", "size": "677;26", "children": [{"name": null, "role": "AXCheckBox", "description": "hlsl", "role_description": "checkbox", "value": 1, "position": "-391.00;-244.00", "size": "49;-2", "children": []}, {"name": null, "role": "AXStaticText", "description": "Built-in", "role_description": "text", "value": "Built-in", "position": "-391.00;-244.00", "size": "0;0", "children": []}]}]}, {"name": null, "role": "AXRow", "description": null, "role_description": "row", "value": 0, "position": "-391.00;-244.00", "size": "677;26", "children": [{"name": null, "role": "JavaAxIgnore", "description": null, "role_description": "JavaAxIgnore", "value": 0, "position": "-391.00;-244.00", "size": "677;26", "children": [{"name": null, "role": "AXCheckBox", "description": "html", "role_description": "checkbox", "value": 1, "position": "-391.00;-244.00", "size": "55;-2", "children": []}, {"name": null, "role": "AXStaticText", "description": "Built-in", "role_description": "text", "value": "Built-in", "position": "-391.00;-244.00", "size": "0;0", "children": []}]}]}, {"name": null, "role": "AXRow", "description": null, "role_description": "row", "value": 0, "position": "-391.00;-244.00", "size": "677;26", "children": [{"name": null, "role": "JavaAxIgnore", "description": null, "role_description": "JavaAxIgnore", "value": 0, "position": "-391.00;-244.00", "size": "677;26", "children": [{"name": null, "role": "AXCheckBox", "description": "ini", "role_description": "checkbox", "value": 1, "position": "-391.00;-244.00", "size": "42;-2", "children": []}, {"name": null, "role": "AXStaticText", "description": "Built-in", "role_description": "text", "value": "Built-in", "position": "-391.00;-244.00", "size": "0;0", "children": []}]}]}, {"name": null, "role": "AXRow", "description": null, "role_description": "row", "value": 0, "position": "-391.00;-244.00", "size": "677;26", "children": [{"name": null, "role": "JavaAxIgnore", "description": null, "role_description": "JavaAxIgnore", "value": 0, "position": "-391.00;-244.00", "size": "677;26", "children": [{"name": null, "role": "AXCheckBox", "description": "java", "role_description": "checkbox", "value": 1, "position": "-391.00;-244.00", "size": "53;-2", "children": []}, {"name": null, "role": "AXStaticText", "description": "Built-in", "role_description": "text", "value": "Built-in", "position": "-391.00;-244.00", "size": "0;0", "children": []}]}]}, {"name": null, "role": "AXRow", "description": null, "role_description": "row", "value": 0, "position": "-391.00;-244.00", "size": "677;26", "children": [{"name": null, "role": "JavaAxIgnore", "description": null, "role_description": "JavaAxIgnore", "value": 0, "position": "-391.00;-244.00", "size": "677;26", "children": [{"name": null, "role": "AXCheckBox", "description": "javascript", "role_description": "checkbox", "value": 1, "position": "-391.00;-244.00", "size": "88;-2", "children": []}, {"name": null, "role": "AXStaticText", "description": "Built-in", "role_description": "text", "value": "Built-in", "position": "-391.00;-244.00", "size": "0;0", "children": []}]}]}, {"name": null, "role": "AXRow", "description": null, "role_description": "row", "value": 0, "position": "-391.00;-244.00", "size": "677;26", "children": [{"name": null, "role": "JavaAxIgnore", "description": null, "role_description": "JavaAxIgnore", "value": 0, "position": "-391.00;-244.00", "size": "677;26", "children": [{"name": null, "role": "AXCheckBox", "description": "json", "role_description": "checkbox", "value": 1, "position": "-391.00;-244.00", "size": "53;-2", "children": []}, {"name": null, "role": "AXStaticText", "description": "Built-in", "role_description": "text", "value": "Built-in", "position": "-391.00;-244.00", "size": "0;0", "children": []}]}]}, {"name": null, "role": "AXRow", "description": null, "role_description": "row", "value": 0, "position": "-391.00;-244.00", "size": "677;26", "children": [{"name": null, "role": "JavaAxIgnore", "description": null, "role_description": "JavaAxIgnore", "value": 0, "position": "-391.00;-244.00", "size": "677;26", "children": [{"name": null, "role": "AXCheckBox", "description": "jsp", "role_description": "checkbox", "value": 1, "position": "-391.00;-244.00", "size": "46;-2", "children": []}, {"name": null, "role": "AXStaticText", "description": "Built-in", "role_description": "text", "value": "Built-in", "position": "-391.00;-244.00", "size": "0;0", "children": []}]}]}, {"name": null, "role": "AXRow", "description": null, "role_description": "row", "value": 0, "position": "-391.00;-244.00", "size": "677;26", "children": [{"name": null, "role": "JavaAxIgnore", "description": null, "role_description": "JavaAxIgnore", "value": 0, "position": "-391.00;-244.00", "size": "677;26", "children": [{"name": null, "role": "AXCheckBox", "description": "julia", "role_description": "checkbox", "value": 1, "position": "-391.00;-244.00", "size": "52;-2", "children": []}, {"name": null, "role": "AXStaticText", "description": "Built-in", "role_description": "text", "value": "Built-in", "position": "-391.00;-244.00", "size": "0;0", "children": []}]}]}, {"name": null, "role": "AXRow", "description": null, "role_description": "row", "value": 0, "position": "-391.00;-244.00", "size": "677;26", "children": [{"name": null, "role": "JavaAxIgnore", "description": null, "role_description": "JavaAxIgnore", "value": 0, "position": "-391.00;-244.00", "size": "677;26", "children": [{"name": null, "role": "AXCheckBox", "description": "kconfig", "role_description": "checkbox", "value": 1, "position": "-391.00;-244.00", "size": "73;-2", "children": []}, {"name": null, "role": "AXStaticText", "description": "Built-in", "role_description": "text", "value": "Built-in", "position": "-391.00;-244.00", "size": "0;0", "children": []}]}]}, {"name": null, "role": "AXRow", "description": null, "role_description": "row", "value": 0, "position": "-391.00;-244.00", "size": "677;26", "children": [{"name": null, "role": "JavaAxIgnore", "description": null, "role_description": "JavaAxIgnore", "value": 0, "position": "-391.00;-244.00", "size": "677;26", "children": [{"name": null, "role": "AXCheckBox", "description": "kotlin", "role_description": "checkbox", "value": 1, "position": "-391.00;-244.00", "size": "61;-2", "children": []}, {"name": null, "role": "AXStaticText", "description": "Built-in", "role_description": "text", "value": "Built-in", "position": "-391.00;-244.00", "size": "0;0", "children": []}]}]}, {"name": null, "role": "AXRow", "description": null, "role_description": "row", "value": 0, "position": "-391.00;-244.00", "size": "677;26", "children": [{"name": null, "role": "JavaAxIgnore", "description": null, "role_description": "JavaAxIgnore", "value": 0, "position": "-391.00;-244.00", "size": "677;26", "children": [{"name": null, "role": "AXCheckBox", "description": "latex", "role_description": "checkbox", "value": 1, "position": "-391.00;-244.00", "size": "58;-2", "children": []}, {"name": null, "role": "AXStaticText", "description": "Built-in", "role_description": "text", "value": "Built-in", "position": "-391.00;-244.00", "size": "0;0", "children": []}]}]}, {"name": null, "role": "AXRow", "description": null, "role_description": "row", "value": 0, "position": "-391.00;-244.00", "size": "677;26", "children": [{"name": null, "role": "JavaAxIgnore", "description": null, "role_description": "JavaAxIgnore", "value": 0, "position": "-391.00;-244.00", "size": "677;26", "children": [{"name": null, "role": "AXCheckBox", "description": "less", "role_description": "checkbox", "value": 1, "position": "-391.00;-244.00", "size": "52;-2", "children": []}, {"name": null, "role": "AXStaticText", "description": "Built-in", "role_description": "text", "value": "Built-in", "position": "-391.00;-244.00", "size": "0;0", "children": []}]}]}, {"name": null, "role": "AXRow", "description": null, "role_description": "row", "value": 0, "position": "-391.00;-244.00", "size": "677;26", "children": [{"name": null, "role": "JavaAxIgnore", "description": null, "role_description": "JavaAxIgnore", "value": 0, "position": "-391.00;-244.00", "size": "677;26", "children": [{"name": null, "role": "AXCheckBox", "description": "log", "role_description": "checkbox", "value": 1, "position": "-391.00;-244.00", "size": "47;-2", "children": []}, {"name": null, "role": "AXStaticText", "description": "Built-in", "role_description": "text", "value": "Built-in", "position": "-391.00;-244.00", "size": "0;0", "children": []}]}]}, {"name": null, "role": "AXRow", "description": null, "role_description": "row", "value": 0, "position": "-391.00;-244.00", "size": "677;26", "children": [{"name": null, "role": "JavaAxIgnore", "description": null, "role_description": "JavaAxIgnore", "value": 0, "position": "-391.00;-244.00", "size": "677;26", "children": [{"name": null, "role": "AXCheckBox", "description": "lua", "role_description": "checkbox", "value": 1, "position": "-391.00;-244.00", "size": "46;-2", "children": []}, {"name": null, "role": "AXStaticText", "description": "Built-in", "role_description": "text", "value": "Built-in", "position": "-391.00;-244.00", "size": "0;0", "children": []}]}]}, {"name": null, "role": "AXRow", "description": null, "role_description": "row", "value": 0, "position": "-391.00;-244.00", "size": "677;26", "children": [{"name": null, "role": "JavaAxIgnore", "description": null, "role_description": "JavaAxIgnore", "value": 0, "position": "-391.00;-244.00", "size": "677;26", "children": [{"name": null, "role": "AXCheckBox", "description": "make", "role_description": "checkbox", "value": 1, "position": "-391.00;-244.00", "size": "61;-2", "children": []}, {"name": null, "role": "AXStaticText", "description": "Built-in", "role_description": "text", "value": "Built-in", "position": "-391.00;-244.00", "size": "0;0", "children": []}]}]}, {"name": null, "role": "AXRow", "description": null, "role_description": "row", "value": 0, "position": "-391.00;-244.00", "size": "677;26", "children": [{"name": null, "role": "JavaAxIgnore", "description": null, "role_description": "JavaAxIgnore", "value": 0, "position": "-391.00;-244.00", "size": "677;26", "children": [{"name": null, "role": "AXCheckBox", "description": "markdown-basics", "role_description": "checkbox", "value": 1, "position": "-391.00;-244.00", "size": "138;-2", "children": []}, {"name": null, "role": "AXStaticText", "description": "Built-in", "role_description": "text", "value": "Built-in", "position": "-391.00;-244.00", "size": "0;0", "children": []}]}]}, {"name": null, "role": "AXRow", "description": null, "role_description": "row", "value": 0, "position": "-391.00;-244.00", "size": "677;26", "children": [{"name": null, "role": "JavaAxIgnore", "description": null, "role_description": "JavaAxIgnore", "value": 0, "position": "-391.00;-244.00", "size": "677;26", "children": [{"name": null, "role": "AXCheckBox", "description": "markdown-math", "role_description": "checkbox", "value": 1, "position": "-391.00;-244.00", "size": "130;-2", "children": []}, {"name": null, "role": "AXStaticText", "description": "Built-in", "role_description": "text", "value": "Built-in", "position": "-391.00;-244.00", "size": "0;0", "children": []}]}]}, {"name": null, "role": "AXRow", "description": null, "role_description": "row", "value": 0, "position": "-391.00;-244.00", "size": "677;26", "children": [{"name": null, "role": "JavaAxIgnore", "description": null, "role_description": "JavaAxIgnore", "value": 0, "position": "-391.00;-244.00", "size": "677;26", "children": [{"name": null, "role": "AXCheckBox", "description": "mdx", "role_description": "checkbox", "value": 1, "position": "-391.00;-244.00", "size": "54;-2", "children": []}, {"name": null, "role": "AXStaticText", "description": "Built-in", "role_description": "text", "value": "Built-in", "position": "-391.00;-244.00", "size": "0;0", "children": []}]}]}, {"name": null, "role": "AXRow", "description": null, "role_description": "row", "value": 0, "position": "-391.00;-244.00", "size": "677;26", "children": [{"name": null, "role": "JavaAxIgnore", "description": null, "role_description": "JavaAxIgnore", "value": 0, "position": "-391.00;-244.00", "size": "677;26", "children": [{"name": null, "role": "AXCheckBox", "description": "objective-c", "role_description": "checkbox", "value": 1, "position": "-391.00;-244.00", "size": "98;-2", "children": []}, {"name": null, "role": "AXStaticText", "description": "Built-in", "role_description": "text", "value": "Built-in", "position": "-391.00;-244.00", "size": "0;0", "children": []}]}]}, {"name": null, "role": "AXRow", "description": null, "role_description": "row", "value": 0, "position": "-391.00;-244.00", "size": "677;26", "children": [{"name": null, "role": "JavaAxIgnore", "description": null, "role_description": "JavaAxIgnore", "value": 0, "position": "-391.00;-244.00", "size": "677;26", "children": [{"name": null, "role": "AXCheckBox", "description": "perl", "role_description": "checkbox", "value": 1, "position": "-391.00;-244.00", "size": "51;-2", "children": []}, {"name": null, "role": "AXStaticText", "description": "Built-in", "role_description": "text", "value": "Built-in", "position": "-391.00;-244.00", "size": "0;0", "children": []}]}]}, {"name": null, "role": "AXRow", "description": null, "role_description": "row", "value": 0, "position": "-391.00;-244.00", "size": "677;26", "children": [{"name": null, "role": "JavaAxIgnore", "description": null, "role_description": "JavaAxIgnore", "value": 0, "position": "-391.00;-244.00", "size": "677;26", "children": [{"name": null, "role": "AXCheckBox", "description": "php", "role_description": "checkbox", "value": 1, "position": "-391.00;-244.00", "size": "52;-2", "children": []}, {"name": null, "role": "AXStaticText", "description": "Built-in", "role_description": "text", "value": "Built-in", "position": "-391.00;-244.00", "size": "0;0", "children": []}]}]}, {"name": null, "role": "AXRow", "description": null, "role_description": "row", "value": 0, "position": "-391.00;-244.00", "size": "677;26", "children": [{"name": null, "role": "JavaAxIgnore", "description": null, "role_description": "JavaAxIgnore", "value": 0, "position": "-391.00;-244.00", "size": "677;26", "children": [{"name": null, "role": "AXCheckBox", "description": "powershell", "role_description": "checkbox", "value": 1, "position": "-391.00;-244.00", "size": "95;-2", "children": []}, {"name": null, "role": "AXStaticText", "description": "Built-in", "role_description": "text", "value": "Built-in", "position": "-391.00;-244.00", "size": "0;0", "children": []}]}]}, {"name": null, "role": "AXRow", "description": null, "role_description": "row", "value": 0, "position": "-391.00;-244.00", "size": "677;26", "children": [{"name": null, "role": "JavaAxIgnore", "description": null, "role_description": "JavaAxIgnore", "value": 0, "position": "-391.00;-244.00", "size": "677;26", "children": [{"name": null, "role": "AXCheckBox", "description": "pug", "role_description": "checkbox", "value": 1, "position": "-391.00;-244.00", "size": "51;-2", "children": []}, {"name": null, "role": "AXStaticText", "description": "Built-in", "role_description": "text", "value": "Built-in", "position": "-391.00;-244.00", "size": "0;0", "children": []}]}]}, {"name": null, "role": "AXRow", "description": null, "role_description": "row", "value": 0, "position": "-391.00;-244.00", "size": "677;26", "children": [{"name": null, "role": "JavaAxIgnore", "description": null, "role_description": "JavaAxIgnore", "value": 0, "position": "-391.00;-244.00", "size": "677;26", "children": [{"name": null, "role": "AXCheckBox", "description": "python", "role_description": "checkbox", "value": 1, "position": "-391.00;-244.00", "size": "71;-2", "children": []}, {"name": null, "role": "AXStaticText", "description": "Built-in", "role_description": "text", "value": "Built-in", "position": "-391.00;-244.00", "size": "0;0", "children": []}]}]}, {"name": null, "role": "AXRow", "description": null, "role_description": "row", "value": 0, "position": "-391.00;-244.00", "size": "677;26", "children": [{"name": null, "role": "JavaAxIgnore", "description": null, "role_description": "JavaAxIgnore", "value": 0, "position": "-391.00;-244.00", "size": "677;26", "children": [{"name": null, "role": "AXCheckBox", "description": "r", "role_description": "checkbox", "value": 1, "position": "-391.00;-244.00", "size": "33;-2", "children": []}, {"name": null, "role": "AXStaticText", "description": "Built-in", "role_description": "text", "value": "Built-in", "position": "-391.00;-244.00", "size": "0;0", "children": []}]}]}, {"name": null, "role": "AXRow", "description": null, "role_description": "row", "value": 0, "position": "-391.00;-244.00", "size": "677;26", "children": [{"name": null, "role": "JavaAxIgnore", "description": null, "role_description": "JavaAxIgnore", "value": 0, "position": "-391.00;-244.00", "size": "677;26", "children": [{"name": null, "role": "AXCheckBox", "description": "razor", "role_description": "checkbox", "value": 1, "position": "-391.00;-244.00", "size": "60;-2", "children": []}, {"name": null, "role": "AXStaticText", "description": "Built-in", "role_description": "text", "value": "Built-in", "position": "-391.00;-244.00", "size": "0;0", "children": []}]}]}, {"name": null, "role": "AXRow", "description": null, "role_description": "row", "value": 0, "position": "-391.00;-244.00", "size": "677;26", "children": [{"name": null, "role": "JavaAxIgnore", "description": null, "role_description": "JavaAxIgnore", "value": 0, "position": "-391.00;-244.00", "size": "677;26", "children": [{"name": null, "role": "AXCheckBox", "description": "restructuredtext", "role_description": "checkbox", "value": 1, "position": "-391.00;-244.00", "size": "128;-2", "children": []}, {"name": null, "role": "AXStaticText", "description": "Built-in", "role_description": "text", "value": "Built-in", "position": "-391.00;-244.00", "size": "0;0", "children": []}]}]}, {"name": null, "role": "AXRow", "description": null, "role_description": "row", "value": 0, "position": "-391.00;-244.00", "size": "677;26", "children": [{"name": null, "role": "JavaAxIgnore", "description": null, "role_description": "JavaAxIgnore", "value": 0, "position": "-391.00;-244.00", "size": "677;26", "children": [{"name": null, "role": "AXCheckBox", "description": "ruby", "role_description": "checkbox", "value": 1, "position": "-391.00;-244.00", "size": "56;-2", "children": []}, {"name": null, "role": "AXStaticText", "description": "Built-in", "role_description": "text", "value": "Built-in", "position": "-391.00;-244.00", "size": "0;0", "children": []}]}]}, {"name": null, "role": "AXRow", "description": null, "role_description": "row", "value": 0, "position": "-391.00;-244.00", "size": "677;26", "children": [{"name": null, "role": "JavaAxIgnore", "description": null, "role_description": "JavaAxIgnore", "value": 0, "position": "-391.00;-244.00", "size": "677;26", "children": [{"name": null, "role": "AXCheckBox", "description": "rust", "role_description": "checkbox", "value": 1, "position": "-391.00;-244.00", "size": "52;-2", "children": []}, {"name": null, "role": "AXStaticText", "description": "Built-in", "role_description": "text", "value": "Built-in", "position": "-391.00;-244.00", "size": "0;0", "children": []}]}]}, {"name": null, "role": "AXRow", "description": null, "role_description": "row", "value": 0, "position": "-391.00;-244.00", "size": "677;26", "children": [{"name": null, "role": "JavaAxIgnore", "description": null, "role_description": "JavaAxIgnore", "value": 0, "position": "-391.00;-244.00", "size": "677;26", "children": [{"name": null, "role": "AXCheckBox", "description": "scss", "role_description": "checkbox", "value": 1, "position": "-391.00;-244.00", "size": "56;-2", "children": []}, {"name": null, "role": "AXStaticText", "description": "Built-in", "role_description": "text", "value": "Built-in", "position": "-391.00;-244.00", "size": "0;0", "children": []}]}]}, {"name": null, "role": "AXRow", "description": null, "role_description": "row", "value": 0, "position": "-391.00;-244.00", "size": "677;26", "children": [{"name": null, "role": "JavaAxIgnore", "description": null, "role_description": "JavaAxIgnore", "value": 0, "position": "-391.00;-244.00", "size": "677;26", "children": [{"name": null, "role": "AXCheckBox", "description": "search-result", "role_description": "checkbox", "value": 1, "position": "-391.00;-244.00", "size": "110;-2", "children": []}, {"name": null, "role": "AXStaticText", "description": "Built-in", "role_description": "text", "value": "Built-in", "position": "-391.00;-244.00", "size": "0;0", "children": []}]}]}, {"name": null, "role": "AXRow", "description": null, "role_description": "row", "value": 0, "position": "-391.00;-244.00", "size": "677;26", "children": [{"name": null, "role": "JavaAxIgnore", "description": null, "role_description": "JavaAxIgnore", "value": 0, "position": "-391.00;-244.00", "size": "677;26", "children": [{"name": null, "role": "AXCheckBox", "description": "shaderlab", "role_description": "checkbox", "value": 1, "position": "-391.00;-244.00", "size": "89;-2", "children": []}, {"name": null, "role": "AXStaticText", "description": "Built-in", "role_description": "text", "value": "Built-in", "position": "-391.00;-244.00", "size": "0;0", "children": []}]}]}, {"name": null, "role": "AXRow", "description": null, "role_description": "row", "value": 0, "position": "-391.00;-244.00", "size": "677;26", "children": [{"name": null, "role": "JavaAxIgnore", "description": null, "role_description": "JavaAxIgnore", "value": 0, "position": "-391.00;-244.00", "size": "677;26", "children": [{"name": null, "role": "AXCheckBox", "description": "shellscript", "role_description": "checkbox", "value": 1, "position": "-391.00;-244.00", "size": "91;-2", "children": []}, {"name": null, "role": "AXStaticText", "description": "Built-in", "role_description": "text", "value": "Built-in", "position": "-391.00;-244.00", "size": "0;0", "children": []}]}]}, {"name": null, "role": "AXRow", "description": null, "role_description": "row", "value": 0, "position": "-391.00;-244.00", "size": "677;26", "children": [{"name": null, "role": "JavaAxIgnore", "description": null, "role_description": "JavaAxIgnore", "value": 0, "position": "-391.00;-244.00", "size": "677;26", "children": [{"name": null, "role": "AXCheckBox", "description": "sql", "role_description": "checkbox", "value": 1, "position": "-391.00;-244.00", "size": "46;-2", "children": []}, {"name": null, "role": "AXStaticText", "description": "Built-in", "role_description": "text", "value": "Built-in", "position": "-391.00;-244.00", "size": "0;0", "children": []}]}]}, {"name": null, "role": "AXRow", "description": null, "role_description": "row", "value": 0, "position": "-391.00;-244.00", "size": "677;26", "children": [{"name": null, "role": "JavaAxIgnore", "description": null, "role_description": "JavaAxIgnore", "value": 0, "position": "-391.00;-244.00", "size": "677;26", "children": [{"name": null, "role": "AXCheckBox", "description": "swift", "role_description": "checkbox", "value": 1, "position": "-391.00;-244.00", "size": "58;-2", "children": []}, {"name": null, "role": "AXStaticText", "description": "Built-in", "role_description": "text", "value": "Built-in", "position": "-391.00;-244.00", "size": "0;0", "children": []}]}]}, {"name": null, "role": "AXRow", "description": null, "role_description": "row", "value": 0, "position": "-391.00;-244.00", "size": "677;26", "children": [{"name": null, "role": "JavaAxIgnore", "description": null, "role_description": "JavaAxIgnore", "value": 0, "position": "-391.00;-244.00", "size": "677;26", "children": [{"name": null, "role": "AXCheckBox", "description": "terraform", "role_description": "checkbox", "value": 1, "position": "-391.00;-244.00", "size": "86;-2", "children": []}, {"name": null, "role": "AXStaticText", "description": "Built-in", "role_description": "text", "value": "Built-in", "position": "-391.00;-244.00", "size": "0;0", "children": []}]}]}, {"name": null, "role": "AXRow", "description": null, "role_description": "row", "value": 0, "position": "-391.00;-244.00", "size": "677;26", "children": [{"name": null, "role": "JavaAxIgnore", "description": null, "role_description": "JavaAxIgnore", "value": 0, "position": "-391.00;-244.00", "size": "677;26", "children": [{"name": null, "role": "AXCheckBox", "description": "twig", "role_description": "checkbox", "value": 1, "position": "-391.00;-244.00", "size": "54;-2", "children": []}, {"name": null, "role": "AXStaticText", "description": "Built-in", "role_description": "text", "value": "Built-in", "position": "-391.00;-244.00", "size": "0;0", "children": []}]}]}, {"name": null, "role": "AXRow", "description": null, "role_description": "row", "value": 0, "position": "-391.00;-244.00", "size": "677;26", "children": [{"name": null, "role": "JavaAxIgnore", "description": null, "role_description": "JavaAxIgnore", "value": 0, "position": "-391.00;-244.00", "size": "677;26", "children": [{"name": null, "role": "AXCheckBox", "description": "typescript-basics", "role_description": "checkbox", "value": 1, "position": "-391.00;-244.00", "size": "135;-2", "children": []}, {"name": null, "role": "AXStaticText", "description": "Built-in", "role_description": "text", "value": "Built-in", "position": "-391.00;-244.00", "size": "0;0", "children": []}]}]}, {"name": null, "role": "AXRow", "description": null, "role_description": "row", "value": 0, "position": "-391.00;-244.00", "size": "677;26", "children": [{"name": null, "role": "JavaAxIgnore", "description": null, "role_description": "JavaAxIgnore", "value": 0, "position": "-391.00;-244.00", "size": "677;26", "children": [{"name": null, "role": "AXCheckBox", "description": "vb", "role_description": "checkbox", "value": 1, "position": "-391.00;-244.00", "size": "43;-2", "children": []}, {"name": null, "role": "AXStaticText", "description": "Built-in", "role_description": "text", "value": "Built-in", "position": "-391.00;-244.00", "size": "0;0", "children": []}]}]}, {"name": null, "role": "AXRow", "description": null, "role_description": "row", "value": 0, "position": "-391.00;-244.00", "size": "677;26", "children": [{"name": null, "role": "JavaAxIgnore", "description": null, "role_description": "JavaAxIgnore", "value": 0, "position": "-391.00;-244.00", "size": "677;26", "children": [{"name": null, "role": "AXCheckBox", "description": "viml", "role_description": "checkbox", "value": 1, "position": "-391.00;-244.00", "size": "53;-2", "children": []}, {"name": null, "role": "AXStaticText", "description": "Built-in", "role_description": "text", "value": "Built-in", "position": "-391.00;-244.00", "size": "0;0", "children": []}]}]}, {"name": null, "role": "AXRow", "description": null, "role_description": "row", "value": 0, "position": "-391.00;-244.00", "size": "677;26", "children": [{"name": null, "role": "JavaAxIgnore", "description": null, "role_description": "JavaAxIgnore", "value": 0, "position": "-391.00;-244.00", "size": "677;26", "children": [{"name": null, "role": "AXCheckBox", "description": "xml", "role_description": "checkbox", "value": 1, "position": "-391.00;-244.00", "size": "49;-2", "children": []}, {"name": null, "role": "AXStaticText", "description": "Built-in", "role_description": "text", "value": "Built-in", "position": "-391.00;-244.00", "size": "0;0", "children": []}]}]}, {"name": null, "role": "AXRow", "description": null, "role_description": "row", "value": 0, "position": "-391.00;-244.00", "size": "677;26", "children": [{"name": null, "role": "JavaAxIgnore", "description": null, "role_description": "JavaAxIgnore", "value": 0, "position": "-391.00;-244.00", "size": "677;26", "children": [{"name": null, "role": "AXCheckBox", "description": "yaml", "role_description": "checkbox", "value": 1, "position": "-391.00;-244.00", "size": "57;-2", "children": []}, {"name": null, "role": "AXStaticText", "description": "Built-in", "role_description": "text", "value": "Built-in", "position": "-391.00;-244.00", "size": "0;0", "children": []}]}]}]}]}, {"name": null, "role": "AXGroup", "description": "Action Toolbar", "role_description": "group", "value": 0, "position": "-391.00;-244.00", "size": "677;24", "children": [{"name": null, "role": "AXButton", "description": "Add", "role_description": "button", "value": null, "position": "-391.00;-244.00", "size": "26;24", "children": []}, {"name": null, "role": "AXButton", "description": "Remove", "role_description": "button", "value": null, "position": "-391.00;-244.00", "size": "26;24", "children": []}]}, {"name": null, "role": "AXCheckBox", "description": "Treat indented text on the following lines as part of the same TODO", "role_description": "checkbox", "value": 1, "position": "-391.00;-244.00", "size": "679;25", "children": []}, {"name": null, "role": "AXScrollArea", "description": null, "role_description": "scroll area", "value": 0, "position": "-391.00;-244.00", "size": "677;227", "children": [{"name": null, "role": "AXTable", "description": "table", "role_description": "table", "value": 0, "position": "-391.00;-244.00", "size": "677;202", "children": [{"name": null, "role": "AXRow", "description": null, "role_description": "row", "value": 0, "position": "-391.00;-244.00", "size": "677;28", "children": [{"name": null, "role": "AXCell", "description": null, "role_description": "cell", "value": 0, "position": "-391.00;-244.00", "size": "42;28", "children": [{"name": null, "role": "AXImage", "description": null, "role_description": "image", "value": 0, "position": "-391.00;-244.00", "size": "42;28", "children": []}]}, {"name": null, "role": "AXCell", "description": null, "role_description": "cell", "value": 0, "position": "-391.00;-244.00", "size": "111;28", "children": [{"name": null, "role": "AXCheckBox", "description": null, "role_description": "checkbox", "value": 0, "position": "-391.00;-244.00", "size": "111;28", "children": []}]}, {"name": null, "role": "AXCell", "description": "\\btodo\\b.*", "role_description": "cell", "value": 0, "position": "-391.00;-244.00", "size": "524;28", "children": [{"name": null, "role": "AXStaticText", "description": "\\btodo\\b.*", "role_description": "text", "value": 0, "position": "-391.00;-244.00", "size": "524;28", "children": []}]}]}, {"name": null, "role": "AXRow", "description": null, "role_description": "row", "value": 0, "position": "-391.00;-244.00", "size": "677;28", "children": [{"name": null, "role": "AXCell", "description": null, "role_description": "cell", "value": 0, "position": "-391.00;-244.00", "size": "42;28", "children": [{"name": null, "role": "AXImage", "description": null, "role_description": "image", "value": 0, "position": "-391.00;-244.00", "size": "42;28", "children": []}]}, {"name": null, "role": "AXCell", "description": null, "role_description": "cell", "value": 0, "position": "-391.00;-244.00", "size": "111;28", "children": [{"name": null, "role": "AXCheckBox", "description": null, "role_description": "checkbox", "value": 0, "position": "-391.00;-244.00", "size": "111;28", "children": []}]}, {"name": null, "role": "AXCell", "description": "\\bfixme\\b.*", "role_description": "cell", "value": 0, "position": "-391.00;-244.00", "size": "524;28", "children": [{"name": null, "role": "AXStaticText", "description": "\\bfixme\\b.*", "role_description": "text", "value": 0, "position": "-391.00;-244.00", "size": "524;28", "children": []}]}]}]}, {"name": null, "role": "AXScrollBar", "description": null, "role_description": "scroll bar", "value": 0, "position": "-391.00;-244.00", "size": "0;0", "children": []}, {"name": null, "role": "AXScrollBar", "description": null, "role_description": "scroll bar", "value": 0, "position": "-391.00;-244.00", "size": "0;0", "children": []}, {"name": null, "role": "AXStaticText", "description": "Icon", "role_description": "text", "value": "Icon", "position": "-391.00;-244.00", "size": "42;0", "children": []}, {"name": null, "role": "AXStaticText", "description": "Case Sensitive", "role_description": "text", "value": "Case Sensitive", "position": "-391.00;-244.00", "size": "111;0", "children": []}, {"name": null, "role": "AXStaticText", "description": "Pattern", "role_description": "text", "value": "Pattern", "position": "-391.00;-244.00", "size": "524;0", "children": []}]}, {"name": null, "role": "AXGroup", "description": "Action Toolbar", "role_description": "group", "value": 0, "position": "-391.00;-244.00", "size": "677;24", "children": [{"name": null, "role": "AXButton", "description": "Add", "role_description": "button", "value": null, "position": "-391.00;-244.00", "size": "26;24", "children": []}, {"name": null, "role": "AXButton", "description": "Remove", "role_description": "button", "value": null, "position": "-391.00;-244.00", "size": "26;24", "children": []}, {"name": null, "role": "AXButton", "description": "Edit", "role_description": "button", "value": null, "position": "-391.00;-244.00", "size": "26;24", "children": []}]}, {"name": null, "role": "AXScrollArea", "description": null, "role_description": "scroll area", "value": 0, "position": "-391.00;-244.00", "size": "677;205", "children": [{"name": null, "role": "AXTable", "description": "table", "role_description": "table", "value": 0, "position": "-391.00;-244.00", "size": "677;180", "children": []}, {"name": null, "role": "AXScrollBar", "description": null, "role_description": "scroll bar", "value": 0, "position": "-391.00;-244.00", "size": "0;0", "children": []}, {"name": null, "role": "AXScrollBar", "description": null, "role_description": "scroll bar", "value": 0, "position": "-391.00;-244.00", "size": "0;0", "children": []}, {"name": null, "role": "AXStaticText", "description": "Name", "role_description": "text", "value": "Name", "position": "-391.00;-244.00", "size": "153;0", "children": []}, {"name": null, "role": "AXStaticText", "description": "Patterns", "role_description": "text", "value": "Patterns", "position": "-391.00;-244.00", "size": "524;0", "children": []}]}, {"name": null, "role": "AXGroup", "description": "Action Toolbar", "role_description": "group", "value": 0, "position": "-391.00;-244.00", "size": "677;24", "children": [{"name": null, "role": "AXButton", "description": "Add", "role_description": "button", "value": null, "position": "-391.00;-244.00", "size": "26;24", "children": []}, {"name": null, "role": "AXButton", "description": "Remove", "role_description": "button", "value": null, "position": "-391.00;-244.00", "size": "26;24", "children": []}, {"name": null, "role": "AXButton", "description": "Edit", "role_description": "button", "value": null, "position": "-391.00;-244.00", "size": "26;24", "children": []}]}, {"name": null, "role": "AXTextField", "description": "Search plugins", "role_description": "text field", "value": "", "position": "-391.00;-244.00", "size": "320;36", "children": []}, {"name": null, "role": "AXScrollArea", "description": null, "role_description": "scroll area", "value": 0, "position": "-391.00;-244.00", "size": "320;562", "children": [{"name": null, "role": "AXScrollBar", "description": null, "role_description": "scroll bar", "value": 0, "position": "-391.00;-244.00", "size": "14;562", "children": []}, {"name": null, "role": "AXScrollBar", "description": null, "role_description": "scroll bar", "value": 0, "position": "-391.00;-244.00", "size": "0;0", "children": []}, {"name": null, "role": "AXGroup", "description": "Marketplace", "role_description": "group", "value": 0, "position": "-391.00;-244.00", "size": "320;2531", "children": [{"name": null, "role": "AXGroup", "description": "Staff Picks", "role_description": "group", "value": 0, "position": "-391.00;-244.00", "size": "320;25", "children": [{"name": null, "role": "AXStaticText", "description": "Staff Picks", "role_description": "text", "value": "Staff Picks", "position": "-391.00;-244.00", "size": "66;17", "children": []}]}, {"name": null, "role": "AXGroup", "description": "BashSupport Pro", "role_description": "group", "value": 0, "position": "-391.00;-244.00", "size": "320;73", "children": [{"name": null, "role": "AXImage", "description": null, "role_description": "image", "value": null, "position": "-391.00;-244.00", "size": "40;40", "children": []}, {"name": null, "role": "AXStaticText", "description": "BashSupport Pro", "role_description": "text", "value": "BashSupport Pro", "position": "-391.00;-244.00", "size": "106;17", "children": []}, {"name": null, "role": "AXLink", "description": "Paid", "role_description": "link", "value": null, "position": "-391.00;-244.00", "size": "39;16", "children": []}, {"name": null, "role": "AXButton", "description": "Install", "role_description": "button", "value": null, "position": "-391.00;-244.00", "size": "78;34", "children": []}, {"name": null, "role": "AXCheckBox", "description": "Enabled", "role_description": "checkbox", "value": 0, "position": "-391.00;-244.00", "size": "0;0", "children": []}, {"name": null, "role": "AXStaticText", "description": "414K", "role_description": "text", "value": "414K", "position": "-391.00;-244.00", "size": "40;14", "children": []}, {"name": null, "role": "AXStaticText", "description": "4.71", "role_description": "text", "value": "4.71", "position": "-391.00;-244.00", "size": "35;14", "children": []}, {"name": null, "role": "AXStaticText", "description": "", "role_description": "text", "value": "", "position": "-391.00;-244.00", "size": "0;0", "children": []}, {"name": null, "role": "AXStaticText", "description": "Joachim Ansorg", "role_description": "text", "value": "Joachim Ansorg", "position": "-391.00;-244.00", "size": "83;14", "children": []}]}, {"name": null, "role": "AXGroup", "description": "Debug Image Viewer (former OpenCV Image Viewer)", "role_description": "group", "value": 0, "position": "-391.00;-244.00", "size": "320;73", "children": [{"name": null, "role": "AXImage", "description": null, "role_description": "image", "value": null, "position": "-391.00;-244.00", "size": "40;40", "children": []}, {"name": null, "role": "AXStaticText", "description": "Debug Image Viewer (former OpenCV Image Viewer)", "role_description": "text", "value": "Debug Image Viewer (former OpenCV Image Viewer)", "position": "-391.00;-244.00", "size": "164;17", "children": []}, {"name": null, "role": "AXButton", "description": "Install", "role_description": "button", "value": null, "position": "-391.00;-244.00", "size": "78;34", "children": []}, {"name": null, "role": "AXCheckBox", "description": "Enabled", "role_description": "checkbox", "value": 0, "position": "-391.00;-244.00", "size": "0;0", "children": []}, {"name": null, "role": "AXStaticText", "description": "144,1K", "role_description": "text", "value": "144,1K", "position": "-391.00;-244.00", "size": "48;14", "children": []}, {"name": null, "role": "AXStaticText", "description": "4.23", "role_description": "text", "value": "4.23", "position": "-391.00;-244.00", "size": "38;14", "children": []}, {"name": null, "role": "AXStaticText", "description": "", "role_description": "text", "value": "", "position": "-391.00;-244.00", "size": "0;0", "children": []}, {"name": null, "role": "AXStaticText", "description": "sudo", "role_description": "text", "value": "sudo", "position": "-391.00;-244.00", "size": "25;14", "children": []}]}, {"name": null, "role": "AXGroup", "description": "Pydantic", "role_description": "group", "value": 0, "position": "-391.00;-244.00", "size": "320;73", "children": [{"name": null, "role": "AXImage", "description": null, "role_description": "image", "value": null, "position": "-391.00;-244.00", "size": "40;40", "children": []}, {"name": null, "role": "AXStaticText", "description": "Pydantic", "role_description": "text", "value": "Pydantic", "position": "-391.00;-244.00", "size": "55;17", "children": []}, {"name": null, "role": "AXButton", "description": "Install", "role_description": "button", "value": null, "position": "-391.00;-244.00", "size": "78;34", "children": []}, {"name": null, "role": "AXCheckBox", "description": "Enabled", "role_description": "checkbox", "value": 0, "position": "-391.00;-244.00", "size": "0;0", "children": []}, {"name": null, "role": "AXStaticText", "description": "450,9K", "role_description": "text", "value": "450,9K", "position": "-391.00;-244.00", "size": "52;14", "children": []}, {"name": null, "role": "AXStaticText", "description": "4.86", "role_description": "text", "value": "4.86", "position": "-391.00;-244.00", "size": "38;14", "children": []}, {"name": null, "role": "AXStaticText", "description": "", "role_description": "text", "value": "", "position": "-391.00;-244.00", "size": "0;0", "children": []}, {"name": null, "role": "AXStaticText", "description": "Kodai Aono", "role_description": "text", "value": "Kodai Aono", "position": "-391.00;-244.00", "size": "59;14", "children": []}]}, {"name": null, "role": "AXGroup", "description": "IdeaVim", "role_description": "group", "value": 0, "position": "-391.00;-244.00", "size": "320;73", "children": [{"name": null, "role": "AXImage", "description": null, "role_description": "image", "value": null, "position": "-391.00;-244.00", "size": "40;40", "children": []}, {"name": null, "role": "AXStaticText", "description": "IdeaVim", "role_description": "text", "value": "IdeaVim", "position": "-391.00;-244.00", "size": "51;17", "children": []}, {"name": null, "role": "AXButton", "description": "Install", "role_description": "button", "value": null, "position": "-391.00;-244.00", "size": "78;34", "children": []}, {"name": null, "role": "AXCheckBox", "description": "Enabled", "role_description": "checkbox", "value": 0, "position": "-391.00;-244.00", "size": "0;0", "children": []}, {"name": null, "role": "AXStaticText", "description": "16,1M", "role_description": "text", "value": "16,1M", "position": "-391.00;-244.00", "size": "44;14", "children": []}, {"name": null, "role": "AXStaticText", "description": "4.42", "role_description": "text", "value": "4.42", "position": "-391.00;-244.00", "size": "38;14", "children": []}, {"name": null, "role": "AXStaticText", "description": "", "role_description": "text", "value": "", "position": "-391.00;-244.00", "size": "0;0", "children": []}, {"name": null, "role": "AXStaticText", "description": "JetBrains s.r.o.", "role_description": "text", "value": "JetBrains s.r.o.", "position": "-391.00;-244.00", "size": "77;14", "children": []}]}, {"name": null, "role": "AXGroup", "description": "CSV Editor", "role_description": "group", "value": 0, "position": "-391.00;-244.00", "size": "320;73", "children": [{"name": null, "role": "AXImage", "description": null, "role_description": "image", "value": null, "position": "-391.00;-244.00", "size": "40;40", "children": []}, {"name": null, "role": "AXStaticText", "description": "CSV Editor", "role_description": "text", "value": "CSV Editor", "position": "-391.00;-244.00", "size": "68;17", "children": []}, {"name": null, "role": "AXButton", "description": "Install", "role_description": "button", "value": null, "position": "-391.00;-244.00", "size": "78;34", "children": []}, {"name": null, "role": "AXCheckBox", "description": "Enabled", "role_description": "checkbox", "value": 0, "position": "-391.00;-244.00", "size": "0;0", "children": []}, {"name": null, "role": "AXStaticText", "description": "11,2M", "role_description": "text", "value": "11,2M", "position": "-391.00;-244.00", "size": "44;14", "children": []}, {"name": null, "role": "AXStaticText", "description": "4.56", "role_description": "text", "value": "4.56", "position": "-391.00;-244.00", "size": "38;14", "children": []}, {"name": null, "role": "AXStaticText", "description": "", "role_description": "text", "value": "", "position": "-391.00;-244.00", "size": "0;0", "children": []}, {"name": null, "role": "AXStaticText", "description": "Martin Sommer", "role_description": "text", "value": "Martin Sommer", "position": "-391.00;-244.00", "size": "79;14", "children": []}]}, {"name": null, "role": "AXGroup", "description": ".env files support", "role_description": "group", "value": 0, "position": "-391.00;-244.00", "size": "320;73", "children": [{"name": null, "role": "AXImage", "description": null, "role_description": "image", "value": null, "position": "-391.00;-244.00", "size": "40;40", "children": []}, {"name": null, "role": "AXStaticText", "description": ".env files support", "role_description": "text", "value": ".env files support", "position": "-391.00;-244.00", "size": "109;17", "children": []}, {"name": null, "role": "AXButton", "description": "Install", "role_description": "button", "value": null, "position": "-391.00;-244.00", "size": "78;34", "children": []}, {"name": null, "role": "AXCheckBox", "description": "Enabled", "role_description": "checkbox", "value": 0, "position": "-391.00;-244.00", "size": "0;0", "children": []}, {"name": null, "role": "AXStaticText", "description": "11M", "role_description": "text", "value": "11M", "position": "-391.00;-244.00", "size": "34;14", "children": []}, {"name": null, "role": "AXStaticText", "description": "4.83", "role_description": "text", "value": "4.83", "position": "-391.00;-244.00", "size": "38;14", "children": []}, {"name": null, "role": "AXStaticText", "description": "", "role_description": "text", "value": "", "position": "-391.00;-244.00", "size": "0;0", "children": []}, {"name": null, "role": "AXStaticText", "description": "Adel Faizrakhmanov", "role_description": "text", "value": "Adel Faizrakhmanov", "position": "-391.00;-244.00", "size": "105;14", "children": []}]}, {"name": null, "role": "AXGroup", "description": "New and Updated", "role_description": "group", "value": 0, "position": "-391.00;-244.00", "size": "320;25", "children": [{"name": null, "role": "AXStaticText", "description": "New and Updated", "role_description": "text", "value": "New and Updated", "position": "-391.00;-244.00", "size": "112;17", "children": []}, {"name": null, "role": "AXButton", "description": "Show all", "role_description": "button", "value": null, "position": "-391.00;-244.00", "size": "56;17", "children": []}]}, {"name": null, "role": "AXGroup", "description": "Database Navigator", "role_description": "group", "value": 0, "position": "-391.00;-244.00", "size": "320;73", "children": [{"name": null, "role": "AXImage", "description": null, "role_description": "image", "value": null, "position": "-391.00;-244.00", "size": "40;40", "children": []}, {"name": null, "role": "AXStaticText", "description": "Database Navigator", "role_description": "text", "value": "Database Navigator", "position": "-391.00;-244.00", "size": "125;17", "children": []}, {"name": null, "role": "AXButton", "description": "Install", "role_description": "button", "value": null, "position": "-391.00;-244.00", "size": "78;34", "children": []}, {"name": null, "role": "AXCheckBox", "description": "Enabled", "role_description": "checkbox", "value": 0, "position": "-391.00;-244.00", "size": "0;0", "children": []}, {"name": null, "role": "AXStaticText", "description": "4,3M", "role_description": "text", "value": "4,3M", "position": "-391.00;-244.00", "size": "41;14", "children": []}, {"name": null, "role": "AXStaticText", "description": "3.96", "role_description": "text", "value": "3.96", "position": "-391.00;-244.00", "size": "38;14", "children": []}, {"name": null, "role": "AXStaticText", "description": "", "role_description": "text", "value": "", "position": "-391.00;-244.00", "size": "0;0", "children": []}, {"name": null, "role": "AXStaticText", "description": "Dan Cioca", "role_description": "text", "value": "Dan Cioca", "position": "-391.00;-244.00", "size": "53;14", "children": []}]}, {"name": null, "role": "AXGroup", "description": "Perl", "role_description": "group", "value": 0, "position": "-391.00;-244.00", "size": "320;73", "children": [{"name": null, "role": "AXImage", "description": null, "role_description": "image", "value": null, "position": "-391.00;-244.00", "size": "40;40", "children": []}, {"name": null, "role": "AXStaticText", "description": "Perl", "role_description": "text", "value": "Perl", "position": "-391.00;-244.00", "size": "25;17", "children": []}, {"name": null, "role": "AXButton", "description": "Install", "role_description": "button", "value": null, "position": "-391.00;-244.00", "size": "78;34", "children": []}, {"name": null, "role": "AXCheckBox", "description": "Enabled", "role_description": "checkbox", "value": 0, "position": "-391.00;-244.00", "size": "0;0", "children": []}, {"name": null, "role": "AXStaticText", "description": "924,2K", "role_description": "text", "value": "924,2K", "position": "-391.00;-244.00", "size": "51;14", "children": []}, {"name": null, "role": "AXStaticText", "description": "4.88", "role_description": "text", "value": "4.88", "position": "-391.00;-244.00", "size": "38;14", "children": []}, {"name": null, "role": "AXStaticText", "description": "", "role_description": "text", "value": "", "position": "-391.00;-244.00", "size": "0;0", "children": []}, {"name": null, "role": "AXStaticText", "description": "Alexandr Evstigneev", "role_description": "text", "value": "Alexandr Evstigneev", "position": "-391.00;-244.00", "size": "106;14", "children": []}]}, {"name": null, "role": "AXGroup", "description": "Template Toolkit Support", "role_description": "group", "value": 0, "position": "-391.00;-244.00", "size": "320;73", "children": [{"name": null, "role": "AXImage", "description": null, "role_description": "image", "value": null, "position": "-391.00;-244.00", "size": "40;40", "children": []}, {"name": null, "role": "AXStaticText", "description": "Template Toolkit Support", "role_description": "text", "value": "Template Toolkit Support", "position": "-391.00;-244.00", "size": "160;17", "children": []}, {"name": null, "role": "AXButton", "description": "Install", "role_description": "button", "value": null, "position": "-391.00;-244.00", "size": "78;34", "children": []}, {"name": null, "role": "AXCheckBox", "description": "Enabled", "role_description": "checkbox", "value": 0, "position": "-391.00;-244.00", "size": "0;0", "children": []}, {"name": null, "role": "AXStaticText", "description": "32,1K", "role_description": "text", "value": "32,1K", "position": "-391.00;-244.00", "size": "43;14", "children": []}, {"name": null, "role": "AXStaticText", "description": "", "role_description": "text", "value": "", "position": "-391.00;-244.00", "size": "0;0", "children": []}, {"name": null, "role": "AXStaticText", "description": "Alexandr Evstigneev", "role_description": "text", "value": "Alexandr Evstigneev", "position": "-391.00;-244.00", "size": "106;14", "children": []}]}, {"name": null, "role": "AXGroup", "description": "Mojolicious Support", "role_description": "group", "value": 0, "position": "-391.00;-244.00", "size": "320;73", "children": [{"name": null, "role": "AXImage", "description": null, "role_description": "image", "value": null, "position": "-391.00;-244.00", "size": "40;40", "children": []}, {"name": null, "role": "AXStaticText", "description": "Mojolicious Support", "role_description": "text", "value": "Mojolicious Support", "position": "-391.00;-244.00", "size": "125;17", "children": []}, {"name": null, "role": "AXButton", "description": "Install", "role_description": "button", "value": null, "position": "-391.00;-244.00", "size": "78;34", "children": []}, {"name": null, "role": "AXCheckBox", "description": "Enabled", "role_description": "checkbox", "value": 0, "position": "-391.00;-244.00", "size": "0;0", "children": []}, {"name": null, "role": "AXStaticText", "description": "22,3K", "role_description": "text", "value": "22,3K", "position": "-391.00;-244.00", "size": "44;14", "children": []}, {"name": null, "role": "AXStaticText", "description": "4.43", "role_description": "text", "value": "4.43", "position": "-391.00;-244.00", "size": "38;14", "children": []}, {"name": null, "role": "AXStaticText", "description": "", "role_description": "text", "value": "", "position": "-391.00;-244.00", "size": "0;0", "children": []}, {"name": null, "role": "AXStaticText", "description": "Alexandr Evstigneev", "role_description": "text", "value": "Alexandr Evstigneev", "position": "-391.00;-244.00", "size": "106;14", "children": []}]}, {"name": null, "role": "AXGroup", "description": "Mason2 Support", "role_description": "group", "value": 0, "position": "-391.00;-244.00", "size": "320;73", "children": [{"name": null, "role": "AXImage", "description": null, "role_description": "image", "value": null, "position": "-391.00;-244.00", "size": "40;40", "children": []}, {"name": null, "role": "AXStaticText", "description": "Mason2 Support", "role_description": "text", "value": "Mason2 Support", "position": "-391.00;-244.00", "size": "104;17", "children": []}, {"name": null, "role": "AXButton", "description": "Install", "role_description": "button", "value": null, "position": "-391.00;-244.00", "size": "78;34", "children": []}, {"name": null, "role": "AXCheckBox", "description": "Enabled", "role_description": "checkbox", "value": 0, "position": "-391.00;-244.00", "size": "0;0", "children": []}, {"name": null, "role": "AXStaticText", "description": "24,3K", "role_description": "text", "value": "24,3K", "position": "-391.00;-244.00", "size": "45;14", "children": []}, {"name": null, "role": "AXStaticText", "description": "", "role_description": "text", "value": "", "position": "-391.00;-244.00", "size": "0;0", "children": []}, {"name": null, "role": "AXStaticText", "description": "Alexandr Evstigneev", "role_description": "text", "value": "Alexandr Evstigneev", "position": "-391.00;-244.00", "size": "106;14", "children": []}]}, {"name": null, "role": "AXGroup", "description": "Mason Framework", "role_description": "group", "value": 0, "position": "-391.00;-244.00", "size": "320;73", "children": [{"name": null, "role": "AXImage", "description": null, "role_description": "image", "value": null, "position": "-391.00;-244.00", "size": "40;40", "children": []}, {"name": null, "role": "AXStaticText", "description": "Mason Framework", "role_description": "text", "value": "Mason Framework", "position": "-391.00;-244.00", "size": "116;17", "children": []}, {"name": null, "role": "AXButton", "description": "Install", "role_description": "button", "value": null, "position": "-391.00;-244.00", "size": "78;34", "children": []}, {"name": null, "role": "AXCheckBox", "description": "Enabled", "role_description": "checkbox", "value": 0, "position": "-391.00;-244.00", "size": "0;0", "children": []}, {"name": null, "role": "AXStaticText", "description": "51,3K", "role_description": "text", "value": "51,3K", "position": "-391.00;-244.00", "size": "43;14", "children": []}, {"name": null, "role": "AXStaticText", "description": "", "role_description": "text", "value": "", "position": "-391.00;-244.00", "size": "0;0", "children": []}, {"name": null, "role": "AXStaticText", "description": "Alexandr Evstigneev", "role_description": "text", "value": "Alexandr Evstigneev", "position": "-391.00;-244.00", "size": "106;14", "children": []}]}, {"name": null, "role": "AXGroup", "description": "HTML::Mason Support", "role_description": "group", "value": 0, "position": "-391.00;-244.00", "size": "320;73", "children": [{"name": null, "role": "AXImage", "description": null, "role_description": "image", "value": null, "position": "-391.00;-244.00", "size": "40;40", "children": []}, {"name": null, "role": "AXStaticText", "description": "HTML::Mason Support", "role_description": "text", "value": "HTML::Mason Support", "position": "-391.00;-244.00", "size": "141;17", "children": []}, {"name": null, "role": "AXButton", "description": "Install", "role_description": "button", "value": null, "position": "-391.00;-244.00", "size": "78;34", "children": []}, {"name": null, "role": "AXCheckBox", "description": "Enabled", "role_description": "checkbox", "value": 0, "position": "-391.00;-244.00", "size": "0;0", "children": []}, {"name": null, "role": "AXStaticText", "description": "39,3K", "role_description": "text", "value": "39,3K", "position": "-391.00;-244.00", "size": "45;14", "children": []}, {"name": null, "role": "AXStaticText", "description": "", "role_description": "text", "value": "", "position": "-391.00;-244.00", "size": "0;0", "children": []}, {"name": null, "role": "AXStaticText", "description": "Alexandr Evstigneev", "role_description": "text", "value": "Alexandr Evstigneev", "position": "-391.00;-244.00", "size": "106;14", "children": []}]}, {"name": null, "role": "AXGroup", "description": "Embedded Perl Support", "role_description": "group", "value": 0, "position": "-391.00;-244.00", "size": "320;73", "children": [{"name": null, "role": "AXImage", "description": null, "role_description": "image", "value": null, "position": "-391.00;-244.00", "size": "40;40", "children": []}, {"name": null, "role": "AXStaticText", "description": "Embedded Perl Support", "role_description": "text", "value": "Embedded Perl Support", "position": "-391.00;-244.00", "size": "149;17", "children": []}, {"name": null, "role": "AXButton", "description": "Install", "role_description": "button", "value": null, "position": "-391.00;-244.00", "size": "78;34", "children": []}, {"name": null, "role": "AXCheckBox", "description": "Enabled", "role_description": "checkbox", "value": 0, "position": "-391.00;-244.00", "size": "0;0", "children": []}, {"name": null, "role": "AXStaticText", "description": "29,1K", "role_description": "text", "value": "29,1K", "position": "-391.00;-244.00", "size": "43;14", "children": []}, {"name": null, "role": "AXStaticText", "description": "", "role_description": "text", "value": "", "position": "-391.00;-244.00", "size": "0;0", "children": []}, {"name": null, "role": "AXStaticText", "description": "Alexandr Evstigneev", "role_description": "text", "value": "Alexandr Evstigneev", "position": "-391.00;-244.00", "size": "106;14", "children": []}]}, {"name": null, "role": "AXGroup", "description": "Spring Boot Jasypt", "role_description": "group", "value": 0, "position": "-391.00;-244.00", "size": "320;73", "children": [{"name": null, "role": "AXImage", "description": null, "role_description": "image", "value": null, "position": "-391.00;-244.00", "size": "40;40", "children": []}, {"name": null, "role": "AXStaticText", "description": "Spring Boot Jasypt", "role_description": "text", "value": "Spring Boot Jasypt", "position": "-391.00;-244.00", "size": "119;17", "children": []}, {"name": null, "role": "AXButton", "description": "Install", "role_description": "button", "value": null, "position": "-391.00;-244.00", "size": "78;34", "children": []}, {"name": null, "role": "AXCheckBox", "description": "Enabled", "role_description": "checkbox", "value": 0, "position": "-391.00;-244.00", "size": "0;0", "children": []}, {"name": null, "role": "AXStaticText", "description": "11,3K", "role_description": "text", "value": "11,3K", "position": "-391.00;-244.00", "size": "41;14", "children": []}, {"name": null, "role": "AXStaticText", "description": "4.07", "role_description": "text", "value": "4.07", "position": "-391.00;-244.00", "size": "37;14", "children": []}, {"name": null, "role": "AXStaticText", "description": "", "role_description": "text", "value": "", "position": "-391.00;-244.00", "size": "0;0", "children": []}, {"name": null, "role": "AXStaticText", "description": "Slawomir Dadas", "role_description": "text", "value": "Slawomir Dadas", "position": "-391.00;-244.00", "size": "83;14", "children": []}]}, {"name": null, "role": "AXGroup", "description": "Top Downloads", "role_description": "group", "value": 0, "position": "-391.00;-244.00", "size": "320;25", "children": [{"name": null, "role": "AXStaticText", "description": "Top Downloads", "role_description": "text", "value": "Top Downloads", "position": "-391.00;-244.00", "size": "96;17", "children": []}, {"name": null, "role": "AXButton", "description": "Show all", "role_description": "button", "value": null, "position": "-391.00;-244.00", "size": "56;17", "children": []}]}, {"name": null, "role": "AXGroup", "description": "Chinese (Simplified) Language Pack / 中文语言包", "role_description": "group", "value": 0, "position": "-391.00;-244.00", "size": "320;65", "children": [{"name": null, "role": "AXImage", "description": null, "role_description": "image", "value": null, "position": "-391.00;-244.00", "size": "40;40", "children": []}, {"name": null, "role": "AXStaticText", "description": "Chinese (Simplified) Language Pack / 中文语言包", "role_description": "text", "value": "Chinese (Simplified) Language Pack / 中文语言包", "position": "-391.00;-244.00", "size": "206;17", "children": []}, {"name": null, "role": "AXButton", "description": "Installed", "role_description": "button", "value": null, "position": "-391.00;-244.00", "size": "0;0", "children": []}, {"name": null, "role": "AXCheckBox", "description": "Enabled", "role_description": "checkbox", "value": 1, "position": "-391.00;-244.00", "size": "36;26", "children": []}, {"name": null, "role": "AXStaticText", "description": "30,2M", "role_description": "text", "value": "30,2M", "position": "-391.00;-244.00", "size": "47;14", "children": []}, {"name": null, "role": "AXStaticText", "description": "4.22", "role_description": "text", "value": "4.22", "position": "-391.00;-244.00", "size": "37;14", "children": []}, {"name": null, "role": "AXStaticText", "description": "242.20224.347", "role_description": "text", "value": "242.20224.347", "position": "-391.00;-244.00", "size": "80;14", "children": []}, {"name": null, "role": "AXStaticText", "description": "JetBrains s.r.o.", "role_description": "text", "value": "JetBrains s.r.o.", "position": "-391.00;-244.00", "size": "65;14", "children": []}]}, {"name": null, "role": "AXGroup", "description": "Dart", "role_description": "group", "value": 0, "position": "-391.00;-244.00", "size": "320;73", "children": [{"name": null, "role": "AXImage", "description": null, "role_description": "image", "value": null, "position": "-391.00;-244.00", "size": "40;40", "children": []}, {"name": null, "role": "AXStaticText", "description": "Dart", "role_description": "text", "value": "Dart", "position": "-391.00;-244.00", "size": "27;17", "children": []}, {"name": null, "role": "AXButton", "description": "Install", "role_description": "button", "value": null, "position": "-391.00;-244.00", "size": "78;34", "children": []}, {"name": null, "role": "AXCheckBox", "description": "Enabled", "role_description": "checkbox", "value": 0, "position": "-391.00;-244.00", "size": "0;0", "children": []}, {"name": null, "role": "AXStaticText", "description": "19,3M", "role_description": "text", "value": "19,3M", "position": "-391.00;-244.00", "size": "46;14", "children": []}, {"name": null, "role": "AXStaticText", "description": "3.42", "role_description": "text", "value": "3.42", "position": "-391.00;-244.00", "size": "38;14", "children": []}, {"name": null, "role": "AXStaticText", "description": "", "role_description": "text", "value": "", "position": "-391.00;-244.00", "size": "0;0", "children": []}, {"name": null, "role": "AXStaticText", "description": "JetBrains s.r.o.", "role_description": "text", "value": "JetBrains s.r.o.", "position": "-391.00;-244.00", "size": "77;14", "children": []}]}, {"name": null, "role": "AXGroup", "description": "Rainbow Brackets", "role_description": "group", "value": 0, "position": "-391.00;-244.00", "size": "320;73", "children": [{"name": null, "role": "AXImage", "description": null, "role_description": "image", "value": null, "position": "-391.00;-244.00", "size": "40;40", "children": []}, {"name": null, "role": "AXStaticText", "description": "Rainbow Brackets", "role_description": "text", "value": "Rainbow Brackets", "position": "-391.00;-244.00", "size": "113;17", "children": []}, {"name": null, "role": "AXButton", "description": "Install", "role_description": "button", "value": null, "position": "-391.00;-244.00", "size": "78;34", "children": []}, {"name": null, "role": "AXCheckBox", "description": "Enabled", "role_description": "checkbox", "value": 0, "position": "-391.00;-244.00", "size": "0;0", "children": []}, {"name": null, "role": "AXStaticText", "description": "17,5M", "role_description": "text", "value": "17,5M", "position": "-391.00;-244.00", "size": "45;14", "children": []}, {"name": null, "role": "AXStaticText", "description": "4.50", "role_description": "text", "value": "4.50", "position": "-391.00;-244.00", "size": "38;14", "children": []}, {"name": null, "role": "AXStaticText", "description": "", "role_description": "text", "value": "", "position": "-391.00;-244.00", "size": "0;0", "children": []}, {"name": null, "role": "AXStaticText", "description": "Zhihao Zhang", "role_description": "text", "value": "Zhihao Zhang", "position": "-391.00;-244.00", "size": "71;14", "children": []}]}, {"name": null, "role": "AXGroup", "description": ".ignore", "role_description": "group", "value": 0, "position": "-391.00;-244.00", "size": "320;73", "children": [{"name": null, "role": "AXImage", "description": null, "role_description": "image", "value": null, "position": "-391.00;-244.00", "size": "40;40", "children": []}, {"name": null, "role": "AXStaticText", "description": ".ignore", "role_description": "text", "value": ".ignore", "position": "-391.00;-244.00", "size": "44;17", "children": []}, {"name": null, "role": "AXButton", "description": "Install", "role_description": "button", "value": null, "position": "-391.00;-244.00", "size": "78;34", "children": []}, {"name": null, "role": "AXCheckBox", "description": "Enabled", "role_description": "checkbox", "value": 0, "position": "-391.00;-244.00", "size": "0;0", "children": []}, {"name": null, "role": "AXStaticText", "description": "17M", "role_description": "text", "value": "17M", "position": "-391.00;-244.00", "size": "35;14", "children": []}, {"name": null, "role": "AXStaticText", "description": "3.90", "role_description": "text", "value": "3.90", "position": "-391.00;-244.00", "size": "38;14", "children": []}, {"name": null, "role": "AXStaticText", "description": "", "role_description": "text", "value": "", "position": "-391.00;-244.00", "size": "0;0", "children": []}, {"name": null, "role": "AXStaticText", "description": "JetBrains s.r.o.", "role_description": "text", "value": "JetBrains s.r.o.", "position": "-391.00;-244.00", "size": "77;14", "children": []}]}, {"name": null, "role": "AXGroup", "description": "IdeaVim", "role_description": "group", "value": 0, "position": "-391.00;-244.00", "size": "320;73", "children": [{"name": null, "role": "AXImage", "description": null, "role_description": "image", "value": null, "position": "-391.00;-244.00", "size": "40;40", "children": []}, {"name": null, "role": "AXStaticText", "description": "IdeaVim", "role_description": "text", "value": "IdeaVim", "position": "-391.00;-244.00", "size": "51;17", "children": []}, {"name": null, "role": "AXButton", "description": "Install", "role_description": "button", "value": null, "position": "-391.00;-244.00", "size": "78;34", "children": []}, {"name": null, "role": "AXCheckBox", "description": "Enabled", "role_description": "checkbox", "value": 0, "position": "-391.00;-244.00", "size": "0;0", "children": []}, {"name": null, "role": "AXStaticText", "description": "16,1M", "role_description": "text", "value": "16,1M", "position": "-391.00;-244.00", "size": "44;14", "children": []}, {"name": null, "role": "AXStaticText", "description": "4.42", "role_description": "text", "value": "4.42", "position": "-391.00;-244.00", "size": "38;14", "children": []}, {"name": null, "role": "AXStaticText", "description": "", "role_description": "text", "value": "", "position": "-391.00;-244.00", "size": "0;0", "children": []}, {"name": null, "role": "AXStaticText", "description": "JetBrains s.r.o.", "role_description": "text", "value": "JetBrains s.r.o.", "position": "-391.00;-244.00", "size": "77;14", "children": []}]}, {"name": null, "role": "AXGroup", "description": "Material Theme UI", "role_description": "group", "value": 0, "position": "-391.00;-244.00", "size": "320;73", "children": [{"name": null, "role": "AXImage", "description": null, "role_description": "image", "value": null, "position": "-391.00;-244.00", "size": "40;40", "children": []}, {"name": null, "role": "AXStaticText", "description": "Material Theme UI", "role_description": "text", "value": "Material Theme UI", "position": "-391.00;-244.00", "size": "114;17", "children": []}, {"name": null, "role": "AXButton", "description": "Install", "role_description": "button", "value": null, "position": "-391.00;-244.00", "size": "78;34", "children": []}, {"name": null, "role": "AXCheckBox", "description": "Enabled", "role_description": "checkbox", "value": 0, "position": "-391.00;-244.00", "size": "0;0", "children": []}, {"name": null, "role": "AXStaticText", "description": "15,6M", "role_description": "text", "value": "15,6M", "position": "-391.00;-244.00", "size": "45;14", "children": []}, {"name": null, "role": "AXStaticText", "description": "3.27", "role_description": "text", "value": "3.27", "position": "-391.00;-244.00", "size": "37;14", "children": []}, {"name": null, "role": "AXStaticText", "description": "", "role_description": "text", "value": "", "position": "-391.00;-244.00", "size": "0;0", "children": []}, {"name": null, "role": "AXStaticText", "description": "Atom Material Themes & Plugins", "role_description": "text", "value": "Atom Material Themes & Plugins", "position": "-391.00;-244.00", "size": "154;14", "children": []}]}, {"name": null, "role": "AXGroup", "description": "Space", "role_description": "group", "value": 0, "position": "-391.00;-244.00", "size": "320;73", "children": [{"name": null, "role": "AXImage", "description": null, "role_description": "image", "value": null, "position": "-391.00;-244.00", "size": "40;40", "children": []}, {"name": null, "role": "AXStaticText", "description": "Space", "role_description": "text", "value": "Space", "position": "-391.00;-244.00", "size": "39;17", "children": []}, {"name": null, "role": "AXButton", "description": "Install", "role_description": "button", "value": null, "position": "-391.00;-244.00", "size": "78;34", "children": []}, {"name": null, "role": "AXCheckBox", "description": "Enabled", "role_description": "checkbox", "value": 0, "position": "-391.00;-244.00", "size": "0;0", "children": []}, {"name": null, "role": "AXStaticText", "description": "14,1M", "role_description": "text", "value": "14,1M", "position": "-391.00;-244.00", "size": "44;14", "children": []}, {"name": null, "role": "AXStaticText", "description": "2.86", "role_description": "text", "value": "2.86", "position": "-391.00;-244.00", "size": "37;14", "children": []}, {"name": null, "role": "AXStaticText", "description": "", "role_description": "text", "value": "", "position": "-391.00;-244.00", "size": "0;0", "children": []}, {"name": null, "role": "AXStaticText", "description": "JetBrains s.r.o.", "role_description": "text", "value": "JetBrains s.r.o.", "position": "-391.00;-244.00", "size": "77;14", "children": []}]}, {"name": null, "role": "AXGroup", "description": "JetBrains AI Assistant", "role_description": "group", "value": 0, "position": "-391.00;-244.00", "size": "320;73", "children": [{"name": null, "role": "AXImage", "description": null, "role_description": "image", "value": null, "position": "-391.00;-244.00", "size": "40;40", "children": []}, {"name": null, "role": "AXStaticText", "description": "JetBrains AI Assistant", "role_description": "text", "value": "JetBrains AI Assistant", "position": "-391.00;-244.00", "size": "138;17", "children": []}, {"name": null, "role": "AXButton", "description": "Install", "role_description": "button", "value": null, "position": "-391.00;-244.00", "size": "78;34", "children": []}, {"name": null, "role": "AXCheckBox", "description": "Enabled", "role_description": "checkbox", "value": 0, "position": "-391.00;-244.00", "size": "0;0", "children": []}, {"name": null, "role": "AXStaticText", "description": "11,7M", "role_description": "text", "value": "11,7M", "position": "-391.00;-244.00", "size": "43;14", "children": []}, {"name": null, "role": "AXStaticText", "description": "1.99", "role_description": "text", "value": "1.99", "position": "-391.00;-244.00", "size": "36;14", "children": []}, {"name": null, "role": "AXStaticText", "description": "", "role_description": "text", "value": "", "position": "-391.00;-244.00", "size": "0;0", "children": []}, {"name": null, "role": "AXStaticText", "description": "JetBrains s.r.o.", "role_description": "text", "value": "JetBrains s.r.o.", "position": "-391.00;-244.00", "size": "77;14", "children": []}]}, {"name": null, "role": "AXGroup", "description": "CSV Editor", "role_description": "group", "value": 0, "position": "-391.00;-244.00", "size": "320;73", "children": [{"name": null, "role": "AXImage", "description": null, "role_description": "image", "value": null, "position": "-391.00;-244.00", "size": "40;40", "children": []}, {"name": null, "role": "AXStaticText", "description": "CSV Editor", "role_description": "text", "value": "CSV Editor", "position": "-391.00;-244.00", "size": "68;17", "children": []}, {"name": null, "role": "AXButton", "description": "Install", "role_description": "button", "value": null, "position": "-391.00;-244.00", "size": "78;34", "children": []}, {"name": null, "role": "AXCheckBox", "description": "Enabled", "role_description": "checkbox", "value": 0, "position": "-391.00;-244.00", "size": "0;0", "children": []}, {"name": null, "role": "AXStaticText", "description": "11,2M", "role_description": "text", "value": "11,2M", "position": "-391.00;-244.00", "size": "44;14", "children": []}, {"name": null, "role": "AXStaticText", "description": "4.56", "role_description": "text", "value": "4.56", "position": "-391.00;-244.00", "size": "38;14", "children": []}, {"name": null, "role": "AXStaticText", "description": "", "role_description": "text", "value": "", "position": "-391.00;-244.00", "size": "0;0", "children": []}, {"name": null, "role": "AXStaticText", "description": "Martin Sommer", "role_description": "text", "value": "Martin Sommer", "position": "-391.00;-244.00", "size": "79;14", "children": []}]}, {"name": null, "role": "AXGroup", "description": "Top Rated", "role_description": "group", "value": 0, "position": "-391.00;-244.00", "size": "320;25", "children": [{"name": null, "role": "AXStaticText", "description": "Top Rated", "role_description": "text", "value": "Top Rated", "position": "-391.00;-244.00", "size": "64;17", "children": []}, {"name": null, "role": "AXButton", "description": "Show all", "role_description": "button", "value": null, "position": "-391.00;-244.00", "size": "56;17", "children": []}]}, {"name": null, "role": "AXGroup", "description": "Classic UI", "role_description": "group", "value": 0, "position": "-391.00;-244.00", "size": "320;73", "children": [{"name": null, "role": "AXImage", "description": null, "role_description": "image", "value": null, "position": "-391.00;-244.00", "size": "40;40", "children": []}, {"name": null, "role": "AXStaticText", "description": "Classic UI", "role_description": "text", "value": "Classic UI", "position": "-391.00;-244.00", "size": "62;17", "children": []}, {"name": null, "role": "AXButton", "description": "Install", "role_description": "button", "value": null, "position": "-391.00;-244.00", "size": "78;34", "children": []}, {"name": null, "role": "AXCheckBox", "description": "Enabled", "role_description": "checkbox", "value": 0, "position": "-391.00;-244.00", "size": "0;0", "children": []}, {"name": null, "role": "AXStaticText", "description": "20,6K", "role_description": "text", "value": "20,6K", "position": "-391.00;-244.00", "size": "44;14", "children": []}, {"name": null, "role": "AXStaticText", "description": "4.96", "role_description": "text", "value": "4.96", "position": "-391.00;-244.00", "size": "38;14", "children": []}, {"name": null, "role": "AXStaticText", "description": "", "role_description": "text", "value": "", "position": "-391.00;-244.00", "size": "0;0", "children": []}, {"name": null, "role": "AXStaticText", "description": "JetBrains s.r.o.", "role_description": "text", "value": "JetBrains s.r.o.", "position": "-391.00;-244.00", "size": "77;14", "children": []}]}, {"name": null, "role": "AXGroup", "description": "GdScript", "role_description": "group", "value": 0, "position": "-391.00;-244.00", "size": "320;73", "children": [{"name": null, "role": "AXImage", "description": null, "role_description": "image", "value": null, "position": "-391.00;-244.00", "size": "40;40", "children": []}, {"name": null, "role": "AXStaticText", "description": "GdScript", "role_description": "text", "value": "GdScript", "position": "-391.00;-244.00", "size": "56;17", "children": []}, {"name": null, "role": "AXButton", "description": "Install", "role_description": "button", "value": null, "position": "-391.00;-244.00", "size": "78;34", "children": []}, {"name": null, "role": "AXCheckBox", "description": "Enabled", "role_description": "checkbox", "value": 0, "position": "-391.00;-244.00", "size": "0;0", "children": []}, {"name": null, "role": "AXStaticText", "description": "42,7K", "role_description": "text", "value": "42,7K", "position": "-391.00;-244.00", "size": "44;14", "children": []}, {"name": null, "role": "AXStaticText", "description": "4.95", "role_description": "text", "value": "4.95", "position": "-391.00;-244.00", "size": "38;14", "children": []}, {"name": null, "role": "AXStaticText", "description": "", "role_description": "text", "value": "", "position": "-391.00;-244.00", "size": "0;0", "children": []}, {"name": null, "role": "AXStaticText", "description": "David Horacek", "role_description": "text", "value": "David Horacek", "position": "-391.00;-244.00", "size": "76;14", "children": []}]}, {"name": null, "role": "AXGroup", "description": "Extra ToolWindow Colorful Icons", "role_description": "group", "value": 0, "position": "-391.00;-244.00", "size": "320;73", "children": [{"name": null, "role": "AXImage", "description": null, "role_description": "image", "value": null, "position": "-391.00;-244.00", "size": "40;40", "children": []}, {"name": null, "role": "AXStaticText", "description": "Extra ToolWindow Colorful Icons", "role_description": "text", "value": "Extra ToolWindow Colorful Icons", "position": "-391.00;-244.00", "size": "164;17", "children": []}, {"name": null, "role": "AXButton", "description": "Install", "role_description": "button", "value": null, "position": "-391.00;-244.00", "size": "78;34", "children": []}, {"name": null, "role": "AXCheckBox", "description": "Enabled", "role_description": "checkbox", "value": 0, "position": "-391.00;-244.00", "size": "0;0", "children": []}, {"name": null, "role": "AXStaticText", "description": "800,6K", "role_description": "text", "value": "800,6K", "position": "-391.00;-244.00", "size": "51;14", "children": []}, {"name": null, "role": "AXStaticText", "description": "4.94", "role_description": "text", "value": "4.94", "position": "-391.00;-244.00", "size": "38;14", "children": []}, {"name": null, "role": "AXStaticText", "description": "", "role_description": "text", "value": "", "position": "-391.00;-244.00", "size": "0;0", "children": []}, {"name": null, "role": "AXStaticText", "description": "Jonathan Lermitage", "role_description": "text", "value": "Jonathan Lermitage", "position": "-391.00;-244.00", "size": "103;14", "children": []}]}, {"name": null, "role": "AXGroup", "description": "Key Promoter X", "role_description": "group", "value": 0, "position": "-391.00;-244.00", "size": "320;73", "children": [{"name": null, "role": "AXImage", "description": null, "role_description": "image", "value": null, "position": "-391.00;-244.00", "size": "40;40", "children": []}, {"name": null, "role": "AXStaticText", "description": "Key Promoter X", "role_description": "text", "value": "Key Promoter X", "position": "-391.00;-244.00", "size": "98;17", "children": []}, {"name": null, "role": "AXButton", "description": "Install", "role_description": "button", "value": null, "position": "-391.00;-244.00", "size": "78;34", "children": []}, {"name": null, "role": "AXCheckBox", "description": "Enabled", "role_description": "checkbox", "value": 0, "position": "-391.00;-244.00", "size": "0;0", "children": []}, {"name": null, "role": "AXStaticText", "description": "6,3M", "role_description": "text", "value": "6,3M", "position": "-391.00;-244.00", "size": "41;14", "children": []}, {"name": null, "role": "AXStaticText", "description": "4.94", "role_description": "text", "value": "4.94", "position": "-391.00;-244.00", "size": "38;14", "children": []}, {"name": null, "role": "AXStaticText", "description": "", "role_description": "text", "value": "", "position": "-391.00;-244.00", "size": "0;0", "children": []}, {"name": null, "role": "AXStaticText", "description": "Hal's Corner", "role_description": "text", "value": "Hal's Corner", "position": "-391.00;-244.00", "size": "63;14", "children": []}]}, {"name": null, "role": "AXGroup", "description": "Gerry Themes", "role_description": "group", "value": 0, "position": "-391.00;-244.00", "size": "320;73", "children": [{"name": null, "role": "AXImage", "description": null, "role_description": "image", "value": null, "position": "-391.00;-244.00", "size": "40;40", "children": []}, {"name": null, "role": "AXStaticText", "description": "Gerry Themes", "role_description": "text", "value": "Gerry Themes", "position": "-391.00;-244.00", "size": "89;17", "children": []}, {"name": null, "role": "AXButton", "description": "Install", "role_description": "button", "value": null, "position": "-391.00;-244.00", "size": "78;34", "children": []}, {"name": null, "role": "AXCheckBox", "description": "Enabled", "role_description": "checkbox", "value": 0, "position": "-391.00;-244.00", "size": "0;0", "children": []}, {"name": null, "role": "AXStaticText", "description": "987,8K", "role_description": "text", "value": "987,8K", "position": "-391.00;-244.00", "size": "51;14", "children": []}, {"name": null, "role": "AXStaticText", "description": "4.93", "role_description": "text", "value": "4.93", "position": "-391.00;-244.00", "size": "38;14", "children": []}, {"name": null, "role": "AXStaticText", "description": "", "role_description": "text", "value": "", "position": "-391.00;-244.00", "size": "0;0", "children": []}, {"name": null, "role": "AXStaticText", "description": "GerryThemes", "role_description": "text", "value": "GerryThemes", "position": "-391.00;-244.00", "size": "70;14", "children": []}]}, {"name": null, "role": "AXGroup", "description": "Gerry Themes Pro", "role_description": "group", "value": 0, "position": "-391.00;-244.00", "size": "320;73", "children": [{"name": null, "role": "AXImage", "description": null, "role_description": "image", "value": null, "position": "-391.00;-244.00", "size": "40;40", "children": []}, {"name": null, "role": "AXStaticText", "description": "Gerry Themes Pro", "role_description": "text", "value": "Gerry Themes Pro", "position": "-391.00;-244.00", "size": "109;17", "children": []}, {"name": null, "role": "AXLink", "description": "Paid", "role_description": "link", "value": null, "position": "-391.00;-244.00", "size": "39;16", "children": []}, {"name": null, "role": "AXButton", "description": "Install", "role_description": "button", "value": null, "position": "-391.00;-244.00", "size": "78;34", "children": []}, {"name": null, "role": "AXCheckBox", "description": "Enabled", "role_description": "checkbox", "value": 0, "position": "-391.00;-244.00", "size": "0;0", "children": []}, {"name": null, "role": "AXStaticText", "description": "249,5K", "role_description": "text", "value": "249,5K", "position": "-391.00;-244.00", "size": "51;14", "children": []}, {"name": null, "role": "AXStaticText", "description": "4.93", "role_description": "text", "value": "4.93", "position": "-391.00;-244.00", "size": "38;14", "children": []}, {"name": null, "role": "AXStaticText", "description": "", "role_description": "text", "value": "", "position": "-391.00;-244.00", "size": "0;0", "children": []}, {"name": null, "role": "AXStaticText", "description": "GerryThemes", "role_description": "text", "value": "GerryThemes", "position": "-391.00;-244.00", "size": "70;14", "children": []}]}, {"name": null, "role": "AXGroup", "description": "File Expander", "role_description": "group", "value": 0, "position": "-391.00;-244.00", "size": "320;73", "children": [{"name": null, "role": "AXImage", "description": null, "role_description": "image", "value": null, "position": "-391.00;-244.00", "size": "40;40", "children": []}, {"name": null, "role": "AXStaticText", "description": "File Expander", "role_description": "text", "value": "File Expander", "position": "-391.00;-244.00", "size": "85;17", "children": []}, {"name": null, "role": "AXButton", "description": "Install", "role_description": "button", "value": null, "position": "-391.00;-244.00", "size": "78;34", "children": []}, {"name": null, "role": "AXCheckBox", "description": "Enabled", "role_description": "checkbox", "value": 0, "position": "-391.00;-244.00", "size": "0;0", "children": []}, {"name": null, "role": "AXStaticText", "description": "255,4K", "role_description": "text", "value": "255,4K", "position": "-391.00;-244.00", "size": "51;14", "children": []}, {"name": null, "role": "AXStaticText", "description": "4.90", "role_description": "text", "value": "4.90", "position": "-391.00;-244.00", "size": "38;14", "children": []}, {"name": null, "role": "AXStaticText", "description": "", "role_description": "text", "value": "", "position": "-391.00;-244.00", "size": "0;0", "children": []}, {"name": null, "role": "AXStaticText", "description": "Charles Wu", "role_description": "text", "value": "Charles Wu", "position": "-391.00;-244.00", "size": "59;14", "children": []}]}, {"name": null, "role": "AXGroup", "description": "mirrord", "role_description": "group", "value": 0, "position": "-391.00;-244.00", "size": "320;73", "children": [{"name": null, "role": "AXImage", "description": null, "role_description": "image", "value": null, "position": "-391.00;-244.00", "size": "40;40", "children": []}, {"name": null, "role": "AXStaticText", "description": "mirrord", "role_description": "text", "value": "mirrord", "position": "-391.00;-244.00", "size": "47;17", "children": []}, {"name": null, "role": "AXButton", "description": "Install", "role_description": "button", "value": null, "position": "-391.00;-244.00", "size": "78;34", "children": []}, {"name": null, "role": "AXCheckBox", "description": "Enabled", "role_description": "checkbox", "value": 0, "position": "-391.00;-244.00", "size": "0;0", "children": []}, {"name": null, "role": "AXStaticText", "description": "13,7K", "role_description": "text", "value": "13,7K", "position": "-391.00;-244.00", "size": "42;14", "children": []}, {"name": null, "role": "AXStaticText", "description": "4.90", "role_description": "text", "value": "4.90", "position": "-391.00;-244.00", "size": "38;14", "children": []}, {"name": null, "role": "AXStaticText", "description": "", "role_description": "text", "value": "", "position": "-391.00;-244.00", "size": "0;0", "children": []}, {"name": null, "role": "AXStaticText", "description": "MetalBear", "role_description": "text", "value": "MetalBear", "position": "-391.00;-244.00", "size": "53;14", "children": []}]}, {"name": null, "role": "AXGroup", "description": "String Manipulation", "role_description": "group", "value": 0, "position": "-391.00;-244.00", "size": "320;73", "children": [{"name": null, "role": "AXImage", "description": null, "role_description": "image", "value": null, "position": "-391.00;-244.00", "size": "40;40", "children": []}, {"name": null, "role": "AXStaticText", "description": "String Manipulation", "role_description": "text", "value": "String Manipulation", "position": "-391.00;-244.00", "size": "123;17", "children": []}, {"name": null, "role": "AXButton", "description": "Install", "role_description": "button", "value": null, "position": "-391.00;-244.00", "size": "78;34", "children": []}, {"name": null, "role": "AXCheckBox", "description": "Enabled", "role_description": "checkbox", "value": 0, "position": "-391.00;-244.00", "size": "0;0", "children": []}, {"name": null, "role": "AXStaticText", "description": "4,2M", "role_description": "text", "value": "4,2M", "position": "-391.00;-244.00", "size": "40;14", "children": []}, {"name": null, "role": "AXStaticText", "description": "4.90", "role_description": "text", "value": "4.90", "position": "-391.00;-244.00", "size": "38;14", "children": []}, {"name": null, "role": "AXStaticText", "description": "", "role_description": "text", "value": "", "position": "-391.00;-244.00", "size": "0;0", "children": []}, {"name": null, "role": "AXStaticText", "description": "Vojtěch Krása", "role_description": "text", "value": "Vojtěch Krása", "position": "-391.00;-244.00", "size": "72;14", "children": []}]}]}]}, {"name": null, "role": "AXGroup", "description": "BashSupport Pro details", "role_description": "group", "value": 0, "position": "-391.00;-244.00", "size": "390;600", "children": [{"name": null, "role": "AXGroup", "description": "Tags", "role_description": "group", "value": 0, "position": "-391.00;-244.00", "size": "350;18", "children": [{"name": null, "role": "AXLink", "description": "Paid", "role_description": "link", "value": null, "position": "-391.00;-244.00", "size": "39;16", "children": []}, {"name": null, "role": "AXLink", "description": "Tools Integration", "role_description": "link", "value": null, "position": "-391.00;-244.00", "size": "104;16", "children": []}, {"name": null, "role": "AXLink", "description": "Programming Language", "role_description": "link", "value": null, "position": "-391.00;-244.00", "size": "139;16", "children": []}, {"name": null, "role": "AXLink", "description": "Debugging", "role_description": "link", "value": null, "position": "-391.00;-244.00", "size": "72;16", "children": []}, {"name": null, "role": "AXLink", "description": "Testing", "role_description": "link", "value": null, "position": "-391.00;-244.00", "size": "55;16", "children": []}]}, {"name": null, "role": "AXTextField", "description": "text/html", "role_description": "text field", "value": "\nBashSupport Pro", "position": "-391.00;-244.00", "size": "148;23", "children": [{"name": null, "role": "AXTextField", "description": "text/html", "role_description": "text field", "value": null, "position": "-391.00;-244.00", "size": "0;0", "children": []}, {"name": null, "role": "AXTextField", "description": "text/html", "role_description": "text field", "value": null, "position": "-391.00;-244.00", "size": "147;23", "children": []}, {"name": null, "role": "AXTextField", "description": "text/html", "role_description": "text field", "value": null, "position": "-391.00;-244.00", "size": "0;23", "children": []}]}, {"name": null, "role": "AXStaticText", "description": "", "role_description": "text", "value": "", "position": "-391.00;-244.00", "size": "0;0", "children": []}, {"name": null, "role": "AXLink", "description": "Joachim Ansorg", "role_description": "link", "value": null, "position": "-391.00;-244.00", "size": "99;17", "children": []}, {"name": null, "role": "AXStaticText", "description": "", "role_description": "text", "value": "", "position": "-391.00;-244.00", "size": "0;0", "children": []}, {"name": null, "role": "AXLink", "description": "Plugin homepage", "role_description": "link", "value": null, "position": "-391.00;-244.00", "size": "122;17", "children": []}, {"name": null, "role": "AXStaticText", "description": "4.2.2.242", "role_description": "text", "value": "4.2.2.242", "position": "-391.00;-244.00", "size": "60;17", "children": [{"name": null, "role": "AXStaticText", "description": null, "role_description": "text", "value": null, "position": "-391.00;-244.00", "size": "0;17", "children": []}, {"name": null, "role": "AXTextField", "description": "text/html", "role_description": "text field", "value": "\n4.2.2.242", "position": "-391.00;-244.00", "size": "60;17", "children": [{"name": null, "role": "AXTextField", "description": "text/html", "role_description": "text field", "value": null, "position": "-391.00;-244.00", "size": "0;0", "children": []}, {"name": null, "role": "AXTextField", "description": "text/html", "role_description": "text field", "value": null, "position": "-391.00;-244.00", "size": "59;17", "children": []}, {"name": null, "role": "AXTextField", "description": "text/html", "role_description": "text field", "value": null, "position": "-391.00;-244.00", "size": "0;17", "children": []}]}]}, {"name": null, "role": "AXButton", "description": "Restart IDE", "role_description": "button", "value": null, "position": "-391.00;-244.00", "size": "0;0", "children": []}, {"name": null, "role": "AXButton", "description": "Update", "role_description": "button", "value": null, "position": "-391.00;-244.00", "size": "0;0", "children": []}, {"name": null, "role": "AXButton", "description": "Install", "role_description": "button", "value": null, "position": "-391.00;-244.00", "size": "78;34", "children": []}, {"name": null, "role": "AXButton", "description": null, "role_description": "button", "value": null, "position": "-391.00;-244.00", "size": "0;0", "children": [{"name": null, "role": "AXButton", "description": null, "role_description": "button", "value": null, "position": "-391.00;-244.00", "size": "-31;0", "children": []}, {"name": null, "role": "AXButton", "description": "", "role_description": "button", "value": null, "position": "-391.00;-244.00", "size": "31;0", "children": []}]}, {"name": null, "role": "AXButton", "description": "", "role_description": "button", "value": null, "position": "-391.00;-244.00", "size": "0;0", "children": []}, {"name": null, "role": "AXStaticText", "description": "", "role_description": "text", "value": "", "position": "-391.00;-244.00", "size": "-16;0", "children": []}, {"name": null, "role": "AXLink", "description": "", "role_description": "link", "value": null, "position": "-391.00;-244.00", "size": "-16;0", "children": []}, {"name": null, "role": "AXTextField", "description": "text/html", "role_description": "text field", "value": "", "position": "-391.00;-244.00", "size": "0;0", "children": [{"name": null, "role": "AXTextField", "description": "text/html", "role_description": "text field", "value": null, "position": "-391.00;-244.00", "size": "0;0", "children": []}]}, {"name": null, "role": "AXTextField", "description": "text/html", "role_description": "text field", "value": "", "position": "-391.00;-244.00", "size": "0;0", "children": [{"name": null, "role": "AXTextField", "description": "text/html", "role_description": "text field", "value": null, "position": "-391.00;-244.00", "size": "0;0", "children": []}]}, {"name": null, "role": "AXStaticText", "description": "", "role_description": "text", "value": "", "position": "-391.00;-244.00", "size": "0;0", "children": []}, {"name": null, "role": "AXStaticText", "description": "Start the 30-day trial or", "role_description": "text", "value": "Start the 30-day trial or", "position": "-391.00;-244.00", "size": "145;17", "children": []}, {"name": null, "role": "AXLink", "description": "purchase a license for as low as $3,9", "role_description": "link", "value": null, "position": "-391.00;-244.00", "size": "247;17", "children": []}, {"name": null, "role": "AXTabGroup", "description": "Overview", "role_description": "tab group", "value": "{\n    \"name\": null,\n    \"role\": \"No role\",\n    \"description\": \"\",\n    \"role_description\": \"\",\n    \"value\": null,\n    \"position\": \"\",\n    \"size\": \"\",\n    \"children\": []\n}", "position": "-391.00;-244.00", "size": "390;439", "children": [{"name": null, "role": "No role", "description": "", "role_description": "", "value": null, "position": "", "size": "", "children": []}, {"name": null, "role": "No role", "description": "", "role_description": "", "value": null, "position": "", "size": "", "children": []}, {"name": null, "role": "No role", "description": "", "role_description": "", "value": null, "position": "", "size": "", "children": []}, {"name": null, "role": "No role", "description": "", "role_description": "", "value": null, "position": "", "size": "", "children": []}, {"name": null, "role": "AXScrollArea", "description": null, "role_description": "scroll area", "value": 0, "position": "-391.00;-244.00", "size": "390;393", "children": [{"name": null, "role": "AXScrollBar", "description": null, "role_description": "scroll bar", "value": 0, "position": "-391.00;-244.00", "size": "14;393", "children": []}, {"name": null, "role": "AXScrollBar", "description": null, "role_description": "scroll bar", "value": 0, "position": "-391.00;-244.00", "size": "0;0", "children": []}, {"name": null, "role": "AXTextField", "description": "text/html", "role_description": "text field", "value": "\nBashSupport Pro is an IDE for advanced Bash, POSIX and Zsh script development – debugger, test runner, powerful editor, refactorings, ShellCheck, shfmt and more.\n manual · quick start · features · bug tracker · free licenses 帮助手册 · 安装指南 · 功能 · 议题追踪 · 免费许可  \nbashdb Debugger: Debug Bash scripts with bashdb on macOS, Linux, and Windows with WSL, Git Bash, or Cygwin (manual).\nbats-core Test Runner: Run bats-core tests on macOS, Linux, and Windows with WSL, Git Bash, or Cygwin (manual).\nRemote Development: Execute and debug shell scripts on remote machines (manual).\nPowerful Run Configurations: Files and script snippet, stdin redirection, control logging, works well on Windows (WSL, Git Bash, Cygwin) and can be shared cross–platform (manual).\nShellCheck Support: ShellCheck is bundled and used to highlight problems in script files (manual).\nshfmt Formatter: shfmt is bundled and used to format script files (manual).\nZsh Support: Powerful editor support, debugging and even remote debugging (manual).\nGoogle Shell Style Guide support: Inspections, quick fixes, and a formatter preset help you follow the Google Shell Style Guide in your Bash scripts (manual).\nGo To Declaration: Supports definitions by assignments, export, typeset, declare, local, getopts, mapfile, read, readonly, select, printf, and coproc. unset is also handled (manual).\nAdvanced Code Completion: it only suggests functions and variables, which are valid at the current position in your script (manual).\nPowerful refactorings: Rename files, functions, variable definitions, and variable references without breaking your scripts. Inline variables, and more.\nFind Usages: Find usages of your functions and variables in your scripts and sourced files (manual).\nQuick Documentation: View documentation of your functions, variables, built-ins (help), and commands (info and man) (manual).\nInspections: Find unresolved references, locate unused global variables, or quickly find variables, which could be local (manual).\nCode Folding: Powerful code folding to help you edit large scripts (manual).\nMulti-File Navigation: All features support sourced files: go to definition, rename, find usages, completions, etc. The shellcheck source= directive is used to support dynamic path values (manual). User-defined shell script libraries and project variables support you with complex setups.\nHelpers: Intentions, inspections, line markers for recursive calls, editor breadcrumbs, navigation bar breadcrumbs, structure view, powerful syntax highlighting, and more.\n  \nSupported language packs:\nSimplified Chinese user interface translation (and English, of course) 简体中文 用户界面支持（当然也支持英语）\n Please refer to bashsupport.com for the complete documentation and an overview of all available features.\nGetting started\nCompatible with JetBrains IDE 2022.1 and later (use version 3.x for older IDEs)\nLaunch the IDE and open the plugin settings at File > Settings > Plugins\nSearch for \"BashSupport Pro\" and install it\nFollow our quick start tutorial for a step-by-step guide with screenshots", "position": "-391.00;-244.00", "size": "374;1804", "children": [{"name": null, "role": "AXTextField", "description": "text/html", "role_description": "text field", "value": null, "position": "-391.00;-244.00", "size": "0;0", "children": []}, {"name": null, "role": "AXTextField", "description": "text/html", "role_description": "text field", "value": null, "position": "-391.00;-244.00", "size": "121;17", "children": []}, {"name": null, "role": "AXTextField", "description": "text/html", "role_description": "text field", "value": null, "position": "-391.00;-244.00", "size": "358;39", "children": []}, {"name": null, "role": "AXTextField", "description": "text/html", "role_description": "text field", "value": null, "position": "-391.00;-244.00", "size": "362;39", "children": []}, {"name": null, "role": "AXTextField", "description": "text/html", "role_description": "text field", "value": null, "position": "-391.00;-244.00", "size": "0;17", "children": []}, {"name": null, "role": "AXTextField", "description": "text/html", "role_description": "text field", "value": null, "position": "-391.00;-244.00", "size": "44;17", "children": []}, {"name": null, "role": "AXTextField", "description": "text/html", "role_description": "text field", "value": null, "position": "-391.00;-244.00", "size": "11;17", "children": []}, {"name": null, "role": "AXTextField", "description": "text/html", "role_description": "text field", "value": null, "position": "-391.00;-244.00", "size": "65;17", "children": []}, {"name": null, "role": "AXTextField", "description": "text/html", "role_description": "text field", "value": null, "position": "-391.00;-244.00", "size": "11;17", "children": []}, {"name": null, "role": "AXTextField", "description": "text/html", "role_description": "text field", "value": null, "position": "-391.00;-244.00", "size": "51;17", "children": []}, {"name": null, "role": "AXTextField", "description": "text/html", "role_description": "text field", "value": null, "position": "-391.00;-244.00", "size": "11;17", "children": []}, {"name": null, "role": "AXTextField", "description": "text/html", "role_description": "text field", "value": null, "position": "-391.00;-244.00", "size": "71;17", "children": []}, {"name": null, "role": "AXTextField", "description": "text/html", "role_description": "text field", "value": null, "position": "-391.00;-244.00", "size": "11;17", "children": []}, {"name": null, "role": "AXTextField", "description": "text/html", "role_description": "text field", "value": null, "position": "-391.00;-244.00", "size": "78;17", "children": []}, {"name": null, "role": "AXTextField", "description": "text/html", "role_description": "text field", "value": null, "position": "-391.00;-244.00", "size": "52;17", "children": []}, {"name": null, "role": "AXTextField", "description": "text/html", "role_description": "text field", "value": null, "position": "-391.00;-244.00", "size": "11;17", "children": []}, {"name": null, "role": "AXTextField", "description": "text/html", "role_description": "text field", "value": null, "position": "-391.00;-244.00", "size": "52;17", "children": []}, {"name": null, "role": "AXTextField", "description": "text/html", "role_description": "text field", "value": null, "position": "-391.00;-244.00", "size": "11;17", "children": []}, {"name": null, "role": "AXTextField", "description": "text/html", "role_description": "text field", "value": null, "position": "-391.00;-244.00", "size": "26;17", "children": []}, {"name": null, "role": "AXTextField", "description": "text/html", "role_description": "text field", "value": null, "position": "-391.00;-244.00", "size": "11;17", "children": []}, {"name": null, "role": "AXTextField", "description": "text/html", "role_description": "text field", "value": null, "position": "-391.00;-244.00", "size": "52;17", "children": []}, {"name": null, "role": "AXTextField", "description": "text/html", "role_description": "text field", "value": null, "position": "-391.00;-244.00", "size": "11;17", "children": []}, {"name": null, "role": "AXTextField", "description": "text/html", "role_description": "text field", "value": null, "position": "-391.00;-244.00", "size": "52;17", "children": []}, {"name": null, "role": "AXTextField", "description": "text/html", "role_description": "text field", "value": null, "position": "-391.00;-244.00", "size": "0;0", "children": []}, {"name": null, "role": "AXTextField", "description": "text/html", "role_description": "text field", "value": null, "position": "-391.00;-244.00", "size": "113;17", "children": []}, {"name": null, "role": "AXTextField", "description": "text/html", "role_description": "text field", "value": null, "position": "-391.00;-244.00", "size": "342;61", "children": []}, {"name": null, "role": "AXTextField", "description": "text/html", "role_description": "text field", "value": null, "position": "-391.00;-244.00", "size": "44;17", "children": []}, {"name": null, "role": "AXTextField", "description": "text/html", "role_description": "text field", "value": null, "position": "-391.00;-244.00", "size": "8;17", "children": []}, {"name": null, "role": "AXTextField", "description": "text/html", "role_description": "text field", "value": null, "position": "-391.00;-244.00", "size": "0;17", "children": []}, {"name": null, "role": "AXTextField", "description": "text/html", "role_description": "text field", "value": null, "position": "-391.00;-244.00", "size": "142;17", "children": []}, {"name": null, "role": "AXTextField", "description": "text/html", "role_description": "text field", "value": null, "position": "-391.00;-244.00", "size": "318;61", "children": []}, {"name": null, "role": "AXTextField", "description": "text/html", "role_description": "text field", "value": null, "position": "-391.00;-244.00", "size": "44;17", "children": []}, {"name": null, "role": "AXTextField", "description": "text/html", "role_description": "text field", "value": null, "position": "-391.00;-244.00", "size": "8;17", "children": []}, {"name": null, "role": "AXTextField", "description": "text/html", "role_description": "text field", "value": null, "position": "-391.00;-244.00", "size": "0;17", "children": []}, {"name": null, "role": "AXTextField", "description": "text/html", "role_description": "text field", "value": null, "position": "-391.00;-244.00", "size": "136;17", "children": []}, {"name": null, "role": "AXTextField", "description": "text/html", "role_description": "text field", "value": null, "position": "-391.00;-244.00", "size": "343;39", "children": []}, {"name": null, "role": "AXTextField", "description": "text/html", "role_description": "text field", "value": null, "position": "-391.00;-244.00", "size": "44;17", "children": []}, {"name": null, "role": "AXTextField", "description": "text/html", "role_description": "text field", "value": null, "position": "-391.00;-244.00", "size": "8;17", "children": []}, {"name": null, "role": "AXTextField", "description": "text/html", "role_description": "text field", "value": null, "position": "-391.00;-244.00", "size": "0;17", "children": []}, {"name": null, "role": "AXTextField", "description": "text/html", "role_description": "text field", "value": null, "position": "-391.00;-244.00", "size": "181;17", "children": []}, {"name": null, "role": "AXTextField", "description": "text/html", "role_description": "text field", "value": null, "position": "-391.00;-244.00", "size": "338;83", "children": []}, {"name": null, "role": "AXTextField", "description": "text/html", "role_description": "text field", "value": null, "position": "-391.00;-244.00", "size": "44;17", "children": []}, {"name": null, "role": "AXTextField", "description": "text/html", "role_description": "text field", "value": null, "position": "-391.00;-244.00", "size": "8;17", "children": []}, {"name": null, "role": "AXTextField", "description": "text/html", "role_description": "text field", "value": null, "position": "-391.00;-244.00", "size": "0;17", "children": []}, {"name": null, "role": "AXTextField", "description": "text/html", "role_description": "text field", "value": null, "position": "-391.00;-244.00", "size": "125;17", "children": []}, {"name": null, "role": "AXTextField", "description": "text/html", "role_description": "text field", "value": null, "position": "-391.00;-244.00", "size": "7;17", "children": []}, {"name": null, "role": "AXTextField", "description": "text/html", "role_description": "text field", "value": null, "position": "-391.00;-244.00", "size": "69;17", "children": []}, {"name": null, "role": "AXTextField", "description": "text/html", "role_description": "text field", "value": null, "position": "-391.00;-244.00", "size": "332;39", "children": []}, {"name": null, "role": "AXTextField", "description": "text/html", "role_description": "text field", "value": null, "position": "-391.00;-244.00", "size": "44;17", "children": []}, {"name": null, "role": "AXTextField", "description": "text/html", "role_description": "text field", "value": null, "position": "-391.00;-244.00", "size": "8;17", "children": []}, {"name": null, "role": "AXTextField", "description": "text/html", "role_description": "text field", "value": null, "position": "-391.00;-244.00", "size": "0;17", "children": []}, {"name": null, "role": "AXTextField", "description": "text/html", "role_description": "text field", "value": null, "position": "-391.00;-244.00", "size": "102;17", "children": []}, {"name": null, "role": "AXTextField", "description": "text/html", "role_description": "text field", "value": null, "position": "-391.00;-244.00", "size": "7;17", "children": []}, {"name": null, "role": "AXTextField", "description": "text/html", "role_description": "text field", "value": null, "position": "-391.00;-244.00", "size": "35;17", "children": []}, {"name": null, "role": "AXTextField", "description": "text/html", "role_description": "text field", "value": null, "position": "-391.00;-244.00", "size": "336;39", "children": []}, {"name": null, "role": "AXTextField", "description": "text/html", "role_description": "text field", "value": null, "position": "-391.00;-244.00", "size": "44;17", "children": []}, {"name": null, "role": "AXTextField", "description": "text/html", "role_description": "text field", "value": null, "position": "-391.00;-244.00", "size": "8;17", "children": []}, {"name": null, "role": "AXTextField", "description": "text/html", "role_description": "text field", "value": null, "position": "-391.00;-244.00", "size": "0;17", "children": []}, {"name": null, "role": "AXTextField", "description": "text/html", "role_description": "text field", "value": null, "position": "-391.00;-244.00", "size": "77;17", "children": []}, {"name": null, "role": "AXTextField", "description": "text/html", "role_description": "text field", "value": null, "position": "-391.00;-244.00", "size": "333;39", "children": []}, {"name": null, "role": "AXTextField", "description": "text/html", "role_description": "text field", "value": null, "position": "-391.00;-244.00", "size": "44;17", "children": []}, {"name": null, "role": "AXTextField", "description": "text/html", "role_description": "text field", "value": null, "position": "-391.00;-244.00", "size": "8;17", "children": []}, {"name": null, "role": "AXTextField", "description": "text/html", "role_description": "text field", "value": null, "position": "-391.00;-244.00", "size": "0;17", "children": []}, {"name": null, "role": "AXTextField", "description": "text/html", "role_description": "text field", "value": null, "position": "-391.00;-244.00", "size": "154;17", "children": []}, {"name": null, "role": "AXTextField", "description": "text/html", "role_description": "text field", "value": null, "position": "-391.00;-244.00", "size": "327;44", "children": []}, {"name": null, "role": "AXTextField", "description": "text/html", "role_description": "text field", "value": null, "position": "-391.00;-244.00", "size": "151;17", "children": []}, {"name": null, "role": "AXTextField", "description": "text/html", "role_description": "text field", "value": null, "position": "-391.00;-244.00", "size": "133;17", "children": []}, {"name": null, "role": "AXTextField", "description": "text/html", "role_description": "text field", "value": null, "position": "-391.00;-244.00", "size": "44;17", "children": []}, {"name": null, "role": "AXTextField", "description": "text/html", "role_description": "text field", "value": null, "position": "-391.00;-244.00", "size": "8;17", "children": []}, {"name": null, "role": "AXTextField", "description": "text/html", "role_description": "text field", "value": null, "position": "-391.00;-244.00", "size": "0;17", "children": []}, {"name": null, "role": "AXTextField", "description": "text/html", "role_description": "text field", "value": null, "position": "-391.00;-244.00", "size": "113;17", "children": []}, {"name": null, "role": "AXTextField", "description": "text/html", "role_description": "text field", "value": null, "position": "-391.00;-244.00", "size": "266;40", "children": []}, {"name": null, "role": "AXTextField", "description": "text/html", "role_description": "text field", "value": null, "position": "-391.00;-244.00", "size": "47;18", "children": []}, {"name": null, "role": "AXTextField", "description": "text/html", "role_description": "text field", "value": null, "position": "-391.00;-244.00", "size": "7;17", "children": []}, {"name": null, "role": "AXTextField", "description": "text/html", "role_description": "text field", "value": null, "position": "-391.00;-244.00", "size": "55;18", "children": []}, {"name": null, "role": "AXTextField", "description": "text/html", "role_description": "text field", "value": null, "position": "-391.00;-244.00", "size": "7;17", "children": []}, {"name": null, "role": "AXTextField", "description": "text/html", "role_description": "text field", "value": null, "position": "-391.00;-244.00", "size": "55;18", "children": []}, {"name": null, "role": "AXTextField", "description": "text/html", "role_description": "text field", "value": null, "position": "-391.00;-244.00", "size": "7;17", "children": []}, {"name": null, "role": "AXTextField", "description": "text/html", "role_description": "text field", "value": null, "position": "-391.00;-244.00", "size": "39;18", "children": []}, {"name": null, "role": "AXTextField", "description": "text/html", "role_description": "text field", "value": null, "position": "-391.00;-244.00", "size": "7;17", "children": []}, {"name": null, "role": "AXTextField", "description": "text/html", "role_description": "text field", "value": null, "position": "-391.00;-244.00", "size": "55;18", "children": []}, {"name": null, "role": "AXTextField", "description": "text/html", "role_description": "text field", "value": null, "position": "-391.00;-244.00", "size": "7;17", "children": []}, {"name": null, "role": "AXTextField", "description": "text/html", "role_description": "text field", "value": null, "position": "-391.00;-244.00", "size": "55;18", "children": []}, {"name": null, "role": "AXTextField", "description": "text/html", "role_description": "text field", "value": null, "position": "-391.00;-244.00", "size": "7;17", "children": []}, {"name": null, "role": "AXTextField", "description": "text/html", "role_description": "text field", "value": null, "position": "-391.00;-244.00", "size": "31;18", "children": []}, {"name": null, "role": "AXTextField", "description": "text/html", "role_description": "text field", "value": null, "position": "-391.00;-244.00", "size": "7;17", "children": []}, {"name": null, "role": "AXTextField", "description": "text/html", "role_description": "text field", "value": null, "position": "-391.00;-244.00", "size": "62;18", "children": []}, {"name": null, "role": "AXTextField", "description": "text/html", "role_description": "text field", "value": null, "position": "-391.00;-244.00", "size": "7;17", "children": []}, {"name": null, "role": "AXTextField", "description": "text/html", "role_description": "text field", "value": null, "position": "-391.00;-244.00", "size": "47;18", "children": []}, {"name": null, "role": "AXTextField", "description": "text/html", "role_description": "text field", "value": null, "position": "-391.00;-244.00", "size": "7;17", "children": []}, {"name": null, "role": "AXTextField", "description": "text/html", "role_description": "text field", "value": null, "position": "-391.00;-244.00", "size": "47;18", "children": []}, {"name": null, "role": "AXTextField", "description": "text/html", "role_description": "text field", "value": null, "position": "-391.00;-244.00", "size": "339;40", "children": []}, {"name": null, "role": "AXTextField", "description": "text/html", "role_description": "text field", "value": null, "position": "-391.00;-244.00", "size": "47;18", "children": []}, {"name": null, "role": "AXTextField", "description": "text/html", "role_description": "text field", "value": null, "position": "-391.00;-244.00", "size": "7;17", "children": []}, {"name": null, "role": "AXTextField", "description": "text/html", "role_description": "text field", "value": null, "position": "-391.00;-244.00", "size": "39;18", "children": []}, {"name": null, "role": "AXTextField", "description": "text/html", "role_description": "text field", "value": null, "position": "-391.00;-244.00", "size": "104;17", "children": []}, {"name": null, "role": "AXTextField", "description": "text/html", "role_description": "text field", "value": null, "position": "-391.00;-244.00", "size": "44;17", "children": []}, {"name": null, "role": "AXTextField", "description": "text/html", "role_description": "text field", "value": null, "position": "-391.00;-244.00", "size": "8;17", "children": []}, {"name": null, "role": "AXTextField", "description": "text/html", "role_description": "text field", "value": null, "position": "-391.00;-244.00", "size": "0;17", "children": []}, {"name": null, "role": "AXTextField", "description": "text/html", "role_description": "text field", "value": null, "position": "-391.00;-244.00", "size": "176;17", "children": []}, {"name": null, "role": "AXTextField", "description": "text/html", "role_description": "text field", "value": null, "position": "-391.00;-244.00", "size": "333;61", "children": []}, {"name": null, "role": "AXTextField", "description": "text/html", "role_description": "text field", "value": null, "position": "-391.00;-244.00", "size": "44;17", "children": []}, {"name": null, "role": "AXTextField", "description": "text/html", "role_description": "text field", "value": null, "position": "-391.00;-244.00", "size": "8;17", "children": []}, {"name": null, "role": "AXTextField", "description": "text/html", "role_description": "text field", "value": null, "position": "-391.00;-244.00", "size": "0;17", "children": []}, {"name": null, "role": "AXTextField", "description": "text/html", "role_description": "text field", "value": null, "position": "-391.00;-244.00", "size": "137;17", "children": []}, {"name": null, "role": "AXTextField", "description": "text/html", "role_description": "text field", "value": null, "position": "-391.00;-244.00", "size": "7;17", "children": []}, {"name": null, "role": "AXTextField", "description": "text/html", "role_description": "text field", "value": null, "position": "-391.00;-244.00", "size": "50;17", "children": []}, {"name": null, "role": "AXTextField", "description": "text/html", "role_description": "text field", "value": null, "position": "-391.00;-244.00", "size": "322;61", "children": []}, {"name": null, "role": "AXTextField", "description": "text/html", "role_description": "text field", "value": null, "position": "-391.00;-244.00", "size": "91;17", "children": []}, {"name": null, "role": "AXTextField", "description": "text/html", "role_description": "text field", "value": null, "position": "-391.00;-244.00", "size": "69;17", "children": []}, {"name": null, "role": "AXTextField", "description": "text/html", "role_description": "text field", "value": null, "position": "-391.00;-244.00", "size": "0;17", "children": []}, {"name": null, "role": "AXTextField", "description": "text/html", "role_description": "text field", "value": null, "position": "-391.00;-244.00", "size": "77;17", "children": []}, {"name": null, "role": "AXTextField", "description": "text/html", "role_description": "text field", "value": null, "position": "-391.00;-244.00", "size": "296;39", "children": []}, {"name": null, "role": "AXTextField", "description": "text/html", "role_description": "text field", "value": null, "position": "-391.00;-244.00", "size": "44;17", "children": []}, {"name": null, "role": "AXTextField", "description": "text/html", "role_description": "text field", "value": null, "position": "-391.00;-244.00", "size": "8;17", "children": []}, {"name": null, "role": "AXTextField", "description": "text/html", "role_description": "text field", "value": null, "position": "-391.00;-244.00", "size": "0;17", "children": []}, {"name": null, "role": "AXTextField", "description": "text/html", "role_description": "text field", "value": null, "position": "-391.00;-244.00", "size": "136;17", "children": []}, {"name": null, "role": "AXTextField", "description": "text/html", "role_description": "text field", "value": null, "position": "-391.00;-244.00", "size": "320;40", "children": []}, {"name": null, "role": "AXTextField", "description": "text/html", "role_description": "text field", "value": null, "position": "-391.00;-244.00", "size": "31;18", "children": []}, {"name": null, "role": "AXTextField", "description": "text/html", "role_description": "text field", "value": null, "position": "-391.00;-244.00", "size": "326;40", "children": []}, {"name": null, "role": "AXTextField", "description": "text/html", "role_description": "text field", "value": null, "position": "-391.00;-244.00", "size": "31;18", "children": []}, {"name": null, "role": "AXTextField", "description": "text/html", "role_description": "text field", "value": null, "position": "-391.00;-244.00", "size": "30;17", "children": []}, {"name": null, "role": "AXTextField", "description": "text/html", "role_description": "text field", "value": null, "position": "-391.00;-244.00", "size": "23;18", "children": []}, {"name": null, "role": "AXTextField", "description": "text/html", "role_description": "text field", "value": null, "position": "-391.00;-244.00", "size": "13;17", "children": []}, {"name": null, "role": "AXTextField", "description": "text/html", "role_description": "text field", "value": null, "position": "-391.00;-244.00", "size": "44;17", "children": []}, {"name": null, "role": "AXTextField", "description": "text/html", "role_description": "text field", "value": null, "position": "-391.00;-244.00", "size": "8;17", "children": []}, {"name": null, "role": "AXTextField", "description": "text/html", "role_description": "text field", "value": null, "position": "-391.00;-244.00", "size": "0;17", "children": []}, {"name": null, "role": "AXTextField", "description": "text/html", "role_description": "text field", "value": null, "position": "-391.00;-244.00", "size": "73;17", "children": []}, {"name": null, "role": "AXTextField", "description": "text/html", "role_description": "text field", "value": null, "position": "-391.00;-244.00", "size": "305;62", "children": []}, {"name": null, "role": "AXTextField", "description": "text/html", "role_description": "text field", "value": null, "position": "-391.00;-244.00", "size": "39;18", "children": []}, {"name": null, "role": "AXTextField", "description": "text/html", "role_description": "text field", "value": null, "position": "-391.00;-244.00", "size": "8;17", "children": []}, {"name": null, "role": "AXTextField", "description": "text/html", "role_description": "text field", "value": null, "position": "-391.00;-244.00", "size": "44;17", "children": []}, {"name": null, "role": "AXTextField", "description": "text/html", "role_description": "text field", "value": null, "position": "-391.00;-244.00", "size": "8;17", "children": []}, {"name": null, "role": "AXTextField", "description": "text/html", "role_description": "text field", "value": null, "position": "-391.00;-244.00", "size": "0;17", "children": []}, {"name": null, "role": "AXTextField", "description": "text/html", "role_description": "text field", "value": null, "position": "-391.00;-244.00", "size": "83;17", "children": []}, {"name": null, "role": "AXTextField", "description": "text/html", "role_description": "text field", "value": null, "position": "-391.00;-244.00", "size": "328;39", "children": []}, {"name": null, "role": "AXTextField", "description": "text/html", "role_description": "text field", "value": null, "position": "-391.00;-244.00", "size": "44;17", "children": []}, {"name": null, "role": "AXTextField", "description": "text/html", "role_description": "text field", "value": null, "position": "-391.00;-244.00", "size": "8;17", "children": []}, {"name": null, "role": "AXTextField", "description": "text/html", "role_description": "text field", "value": null, "position": "-391.00;-244.00", "size": "0;17", "children": []}, {"name": null, "role": "AXTextField", "description": "text/html", "role_description": "text field", "value": null, "position": "-391.00;-244.00", "size": "131;17", "children": []}, {"name": null, "role": "AXTextField", "description": "text/html", "role_description": "text field", "value": null, "position": "-391.00;-244.00", "size": "316;62", "children": []}, {"name": null, "role": "AXTextField", "description": "text/html", "role_description": "text field", "value": null, "position": "-391.00;-244.00", "size": "140;18", "children": []}, {"name": null, "role": "AXTextField", "description": "text/html", "role_description": "text field", "value": null, "position": "-391.00;-244.00", "size": "337;39", "children": []}, {"name": null, "role": "AXTextField", "description": "text/html", "role_description": "text field", "value": null, "position": "-391.00;-244.00", "size": "44;17", "children": []}, {"name": null, "role": "AXTextField", "description": "text/html", "role_description": "text field", "value": null, "position": "-391.00;-244.00", "size": "340;39", "children": []}, {"name": null, "role": "AXTextField", "description": "text/html", "role_description": "text field", "value": null, "position": "-391.00;-244.00", "size": "119;17", "children": []}, {"name": null, "role": "AXTextField", "description": "text/html", "role_description": "text field", "value": null, "position": "-391.00;-244.00", "size": "30;17", "children": []}, {"name": null, "role": "AXTextField", "description": "text/html", "role_description": "text field", "value": null, "position": "-391.00;-244.00", "size": "102;17", "children": []}, {"name": null, "role": "AXTextField", "description": "text/html", "role_description": "text field", "value": null, "position": "-391.00;-244.00", "size": "305;39", "children": []}, {"name": null, "role": "AXTextField", "description": "text/html", "role_description": "text field", "value": null, "position": "-391.00;-244.00", "size": "0;17", "children": []}, {"name": null, "role": "AXTextField", "description": "text/html", "role_description": "text field", "value": null, "position": "-391.00;-244.00", "size": "49;17", "children": []}, {"name": null, "role": "AXTextField", "description": "text/html", "role_description": "text field", "value": null, "position": "-391.00;-244.00", "size": "315;83", "children": []}, {"name": null, "role": "AXTextField", "description": "text/html", "role_description": "text field", "value": null, "position": "-391.00;-244.00", "size": "0;17", "children": []}, {"name": null, "role": "AXTextField", "description": "text/html", "role_description": "text field", "value": null, "position": "-391.00;-244.00", "size": "0;0", "children": []}, {"name": null, "role": "AXTextField", "description": "text/html", "role_description": "text field", "value": null, "position": "-391.00;-244.00", "size": "168;17", "children": []}, {"name": null, "role": "AXTextField", "description": "text/html", "role_description": "text field", "value": null, "position": "-391.00;-244.00", "size": "0;17", "children": []}, {"name": null, "role": "AXTextField", "description": "text/html", "role_description": "text field", "value": null, "position": "-391.00;-244.00", "size": "117;17", "children": []}, {"name": null, "role": "AXTextField", "description": "text/html", "role_description": "text field", "value": null, "position": "-391.00;-244.00", "size": "309;39", "children": []}, {"name": null, "role": "AXTextField", "description": "text/html", "role_description": "text field", "value": null, "position": "-391.00;-244.00", "size": "52;17", "children": []}, {"name": null, "role": "AXTextField", "description": "text/html", "role_description": "text field", "value": null, "position": "-391.00;-244.00", "size": "199;17", "children": []}, {"name": null, "role": "AXTextField", "description": "text/html", "role_description": "text field", "value": null, "position": "-391.00;-244.00", "size": "0;17", "children": []}, {"name": null, "role": "AXTextField", "description": "text/html", "role_description": "text field", "value": null, "position": "-391.00;-244.00", "size": "94;17", "children": []}, {"name": null, "role": "AXTextField", "description": "text/html", "role_description": "text field", "value": null, "position": "-391.00;-244.00", "size": "107;17", "children": []}, {"name": null, "role": "AXTextField", "description": "text/html", "role_description": "text field", "value": null, "position": "-391.00;-244.00", "size": "346;39", "children": []}, {"name": null, "role": "AXTextField", "description": "text/html", "role_description": "text field", "value": null, "position": "-391.00;-244.00", "size": "0;17", "children": []}, {"name": null, "role": "AXTextField", "description": "text/html", "role_description": "text field", "value": null, "position": "-391.00;-244.00", "size": "132;23", "children": []}, {"name": null, "role": "AXTextField", "description": "text/html", "role_description": "text field", "value": null, "position": "-391.00;-244.00", "size": "0;23", "children": []}, {"name": null, "role": "AXTextField", "description": "text/html", "role_description": "text field", "value": null, "position": "-391.00;-244.00", "size": "371;39", "children": []}, {"name": null, "role": "AXTextField", "description": "text/html", "role_description": "text field", "value": null, "position": "-391.00;-244.00", "size": "0;17", "children": []}, {"name": null, "role": "AXTextField", "description": "text/html", "role_description": "text field", "value": null, "position": "-391.00;-244.00", "size": "290;17", "children": []}, {"name": null, "role": "AXTextField", "description": "text/html", "role_description": "text field", "value": null, "position": "-391.00;-244.00", "size": "345;41", "children": []}, {"name": null, "role": "AXTextField", "description": "text/html", "role_description": "text field", "value": null, "position": "-391.00;-244.00", "size": "0;17", "children": []}, {"name": null, "role": "AXTextField", "description": "text/html", "role_description": "text field", "value": null, "position": "-391.00;-244.00", "size": "259;17", "children": []}, {"name": null, "role": "AXTextField", "description": "text/html", "role_description": "text field", "value": null, "position": "-391.00;-244.00", "size": "0;17", "children": []}, {"name": null, "role": "AXTextField", "description": "text/html", "role_description": "text field", "value": null, "position": "-391.00;-244.00", "size": "44;17", "children": []}, {"name": null, "role": "AXTextField", "description": "text/html", "role_description": "text field", "value": null, "position": "-391.00;-244.00", "size": "136;17", "children": []}, {"name": null, "role": "AXTextField", "description": "text/html", "role_description": "text field", "value": null, "position": "-391.00;-244.00", "size": "338;39", "children": []}, {"name": null, "role": "AXTextField", "description": "text/html", "role_description": "text field", "value": null, "position": "-391.00;-244.00", "size": "0;17", "children": []}]}]}]}]}, {"name": null, "role": "AXCheckBox", "description": "Create changelists automatically", "role_description": "checkbox", "value": 0, "position": "-391.00;-244.00", "size": "228;25", "children": []}, {"name": null, "role": "AXCheckBox", "description": "Allow putting changes within one file into different changelists", "role_description": "checkbox", "value": 1, "position": "-391.00;-244.00", "size": "410;25", "children": []}, {"name": null, "role": "AXStaticText", "description": "Inactive Changelist", "role_description": "text", "value": "Inactive Changelist", "position": "-391.00;-244.00", "size": "117;17", "children": []}, {"name": null, "role": "AXCheckBox", "description": "Highlight files from inactive changelists", "role_description": "checkbox", "value": 0, "position": "-391.00;-244.00", "size": "269;25", "children": []}, {"name": null, "role": "AXCheckBox", "description": "Show dialog on attempt to edit file from inactive changelist", "role_description": "checkbox", "value": 0, "position": "-391.00;-244.00", "size": "390;25", "children": []}, {"name": null, "role": "AXStaticText", "description": "When an empty changelist becomes inactive:", "role_description": "text", "value": "When an empty changelist becomes inactive:", "position": "-391.00;-244.00", "size": "278;17", "children": []}, {"name": null, "role": "AXPopUpButton", "description": "When an empty changelist becomes inactive:", "role_description": "pop up button", "value": "Show options", "position": "-391.00;-244.00", "size": "153;34", "children": [{"name": null, "role": "AXPopUpButton", "description": null, "role_description": "pop up button", "value": null, "position": "-391.00;-244.00", "size": "0;0", "children": [{"name": null, "role": "AXMenuItem", "description": null, "role_description": "menu item", "value": null, "position": "-391.00;-244.00", "size": "0;0", "children": [{"name": null, "role": "AXList", "description": "list", "role_description": "list", "value": 0, "position": "-391.00;-244.00", "size": "0;0", "children": [{"name": null, "role": "AXRow", "description": "Show options", "role_description": "row", "value": 0, "position": "-391.00;-244.00", "size": "0;24", "children": [{"name": null, "role": "AXStaticText", "description": "Show options", "role_description": "text", "value": 0, "position": "-391.00;-244.00", "size": "0;24", "children": [{"name": null, "role": "AXStaticText", "description": "Show options", "role_description": "text", "value": "Show options", "position": "-391.00;-244.00", "size": "86;21", "children": []}]}]}, {"name": null, "role": "AXRow", "description": "Do nothing", "role_description": "row", "value": 0, "position": "-391.00;-244.00", "size": "0;24", "children": [{"name": null, "role": "AXStaticText", "description": "Do nothing", "role_description": "text", "value": 0, "position": "-391.00;-244.00", "size": "0;24", "children": [{"name": null, "role": "AXStaticText", "description": "Do nothing", "role_description": "text", "value": "Do nothing", "position": "-391.00;-244.00", "size": "86;21", "children": []}]}]}, {"name": null, "role": "AXRow", "description": "Remove silently", "role_description": "row", "value": 0, "position": "-391.00;-244.00", "size": "0;24", "children": [{"name": null, "role": "AXStaticText", "description": "Remove silently", "role_description": "text", "value": 0, "position": "-391.00;-244.00", "size": "0;24", "children": [{"name": null, "role": "AXStaticText", "description": "Remove silently", "role_description": "text", "value": "Remove silently", "position": "-391.00;-244.00", "size": "86;21", "children": []}]}]}]}, {"name": null, "role": "AXScrollBar", "description": null, "role_description": "scroll bar", "value": 0, "position": "-391.00;-244.00", "size": "0;0", "children": []}]}]}]}, {"name": null, "role": "AXStaticText", "description": "Conflicts", "role_description": "text", "value": "Conflicts", "position": "-391.00;-244.00", "size": "54;17", "children": []}, {"name": null, "role": "AXCheckBox", "description": "Highlight files with changelist conflicts", "role_description": "checkbox", "value": 1, "position": "-391.00;-244.00", "size": "264;25", "children": []}, {"name": null, "role": "AXStaticText", "description": "Files with ignored conflicts:", "role_description": "text", "value": "Files with ignored conflicts:", "position": "-391.00;-244.00", "size": "168;17", "children": []}, {"name": null, "role": "AXScrollArea", "description": null, "role_description": "scroll area", "value": 0, "position": "-391.00;-244.00", "size": "655;219", "children": [{"name": null, "role": "AXList", "description": "list", "role_description": "list", "value": 0, "position": "-391.00;-244.00", "size": "653;217", "children": []}, {"name": null, "role": "AXScrollBar", "description": null, "role_description": "scroll bar", "value": 0, "position": "-391.00;-244.00", "size": "0;0", "children": []}, {"name": null, "role": "AXScrollBar", "description": null, "role_description": "scroll bar", "value": 0, "position": "-391.00;-244.00", "size": "0;0", "children": []}]}, {"name": null, "role": "AXButton", "description": "Clear", "role_description": "button", "value": null, "position": "-391.00;-244.00", "size": "78;34", "children": []}, {"name": null, "role": "AXScrollArea", "description": null, "role_description": "scroll area", "value": 0, "position": "-391.00;-244.00", "size": "711;600", "children": [{"name": null, "role": "AXStaticText", "description": "Configure the settings related to version control used in your project", "role_description": "text", "value": "Configure the settings related to version control used in your project", "position": "-391.00;-244.00", "size": "421;17", "children": []}, {"name": null, "role": "AXLink", "description": "Changelists", "role_description": "link", "value": null, "position": "-391.00;-244.00", "size": "74;17", "children": []}, {"name": null, "role": "AXLink", "description": "Commit", "role_description": "link", "value": null, "position": "-391.00;-244.00", "size": "50;17", "children": []}, {"name": null, "role": "AXLink", "description": "Confirmation", "role_description": "link", "value": null, "position": "-391.00;-244.00", "size": "81;17", "children": []}, {"name": null, "role": "AXLink", "description": "Directory Mappings", "role_description": "link", "value": null, "position": "-391.00;-244.00", "size": "122;17", "children": []}, {"name": null, "role": "AXLink", "description": "File Status Colors", "role_description": "link", "value": null, "position": "-391.00;-244.00", "size": "110;17", "children": []}, {"name": null, "role": "AXLink", "description": "Issue Navigation", "role_description": "link", "value": null, "position": "-391.00;-244.00", "size": "104;17", "children": []}, {"name": null, "role": "AXLink", "description": "Shelf", "role_description": "link", "value": null, "position": "-391.00;-244.00", "size": "33;17", "children": []}, {"name": null, "role": "AXLink", "description": "Git", "role_description": "link", "value": null, "position": "-391.00;-244.00", "size": "19;17", "children": []}, {"name": null, "role": "AXLink", "description": "GitHub", "role_description": "link", "value": null, "position": "-391.00;-244.00", "size": "45;17", "children": []}, {"name": null, "role": "AXLink", "description": "GitLab", "role_description": "link", "value": null, "position": "-391.00;-244.00", "size": "42;17", "children": []}, {"name": null, "role": "AXLink", "description": "Mercurial", "role_description": "link", "value": null, "position": "-391.00;-244.00", "size": "59;17", "children": []}, {"name": null, "role": "AXLink", "description": "Subversion", "role_description": "link", "value": null, "position": "-391.00;-244.00", "size": "71;17", "children": []}, {"name": null, "role": "AXScrollBar", "description": null, "role_description": "scroll bar", "value": 0, "position": "-391.00;-244.00", "size": "0;0", "children": []}, {"name": null, "role": "AXScrollBar", "description": null, "role_description": "scroll bar", "value": 0, "position": "-391.00;-244.00", "size": "0;0", "children": []}]}, {"name": null, "role": "AXScrollArea", "description": null, "role_description": "scroll area", "value": 0, "position": "-391.00;-244.00", "size": "711;600", "children": [{"name": null, "role": "AXScrollBar", "description": null, "role_description": "scroll bar", "value": 0, "position": "-391.00;-244.00", "size": "0;0", "children": []}, {"name": null, "role": "AXScrollBar", "description": null, "role_description": "scroll bar", "value": 0, "position": "-391.00;-244.00", "size": "0;0", "children": []}, {"name": null, "role": "AXCheckBox", "description": "Use non-modal commit interface", "role_description": "checkbox", "value": 1, "position": "-391.00;-244.00", "size": "230;25", "children": []}, {"name": null, "role": "AXTextField", "description": "text/html", "role_description": "text field", "value": "\nApplies to projects under Git and Mercurial", "position": "-391.00;-244.00", "size": "243;15", "children": [{"name": null, "role": "AXTextField", "description": "text/html", "role_description": "text field", "value": null, "position": "-391.00;-244.00", "size": "0;0", "children": []}, {"name": null, "role": "AXTextField", "description": "text/html", "role_description": "text field", "value": null, "position": "-391.00;-244.00", "size": "243;15", "children": []}, {"name": null, "role": "AXTextField", "description": "text/html", "role_description": "text field", "value": null, "position": "-391.00;-244.00", "size": "0;15", "children": []}]}, {"name": null, "role": "AXCheckBox", "description": "Clear initial commit message", "role_description": "checkbox", "value": 0, "position": "-391.00;-244.00", "size": "204;25", "children": []}, {"name": null, "role": "AXStaticText", "description": "Commit Message Inspections", "role_description": "text", "value": "Commit Message Inspections", "position": "-391.00;-244.00", "size": "181;17", "children": []}, {"name": null, "role": "AXTable", "description": "table", "role_description": "table", "value": 0, "position": "-391.00;-244.00", "size": "324;120", "children": [{"name": null, "role": "AXRow", "description": "Blank line between subject and body, 0, 0", "role_description": "row", "value": 0, "position": "-391.00;-244.00", "size": "324;24", "children": [{"name": null, "role": "AXCell", "description": "Blank line between subject and body", "role_description": "cell", "value": 0, "position": "-391.00;-244.00", "size": "264;24", "children": [{"name": null, "role": "AXStaticText", "description": "Blank line between subject and body", "role_description": "text", "value": 0, "position": "-391.00;-244.00", "size": "264;24", "children": []}]}, {"name": null, "role": "AXCell", "description": null, "role_description": "cell", "value": 0, "position": "-391.00;-244.00", "size": "22;24", "children": [{"name": null, "role": "AXStaticText", "description": null, "role_description": "text", "value": 0, "position": "-391.00;-244.00", "size": "22;24", "children": []}]}, {"name": null, "role": "AXCell", "description": null, "role_description": "cell", "value": 0, "position": "-391.00;-244.00", "size": "38;24", "children": [{"name": null, "role": "AXCheckBox", "description": null, "role_description": "checkbox", "value": 0, "position": "-391.00;-244.00", "size": "38;24", "children": []}]}]}, {"name": null, "role": "AXRow", "description": "Limit body line, 0, 0", "role_description": "row", "value": 0, "position": "-391.00;-244.00", "size": "324;24", "children": [{"name": null, "role": "AXCell", "description": "Limit body line", "role_description": "cell", "value": 0, "position": "-391.00;-244.00", "size": "264;24", "children": [{"name": null, "role": "AXStaticText", "description": "Limit body line", "role_description": "text", "value": 0, "position": "-391.00;-244.00", "size": "264;24", "children": []}]}, {"name": null, "role": "AXCell", "description": null, "role_description": "cell", "value": 0, "position": "-391.00;-244.00", "size": "22;24", "children": [{"name": null, "role": "AXStaticText", "description": null, "role_description": "text", "value": 0, "position": "-391.00;-244.00", "size": "22;24", "children": []}]}, {"name": null, "role": "AXCell", "description": null, "role_description": "cell", "value": 0, "position": "-391.00;-244.00", "size": "38;24", "children": [{"name": null, "role": "AXCheckBox", "description": null, "role_description": "checkbox", "value": 0, "position": "-391.00;-244.00", "size": "38;24", "children": []}]}]}, {"name": null, "role": "AXRow", "description": "Limit subject line, 0, 0", "role_description": "row", "value": 0, "position": "-391.00;-244.00", "size": "324;24", "children": [{"name": null, "role": "AXCell", "description": "Limit subject line", "role_description": "cell", "value": 0, "position": "-391.00;-244.00", "size": "264;24", "children": [{"name": null, "role": "AXStaticText", "description": "Limit subject line", "role_description": "text", "value": 0, "position": "-391.00;-244.00", "size": "264;24", "children": []}]}, {"name": null, "role": "AXCell", "description": null, "role_description": "cell", "value": 0, "position": "-391.00;-244.00", "size": "22;24", "children": [{"name": null, "role": "AXStaticText", "description": null, "role_description": "text", "value": 0, "position": "-391.00;-244.00", "size": "22;24", "children": []}]}, {"name": null, "role": "AXCell", "description": null, "role_description": "cell", "value": 0, "position": "-391.00;-244.00", "size": "38;24", "children": [{"name": null, "role": "AXCheckBox", "description": null, "role_description": "checkbox", "value": 0, "position": "-391.00;-244.00", "size": "38;24", "children": []}]}]}, {"name": null, "role": "AXRow", "description": "Spelling, 0, 1", "role_description": "row", "value": 0, "position": "-391.00;-244.00", "size": "324;24", "children": [{"name": null, "role": "AXCell", "description": "Spelling", "role_description": "cell", "value": 0, "position": "-391.00;-244.00", "size": "264;24", "children": [{"name": null, "role": "AXStaticText", "description": "Spelling", "role_description": "text", "value": 0, "position": "-391.00;-244.00", "size": "264;24", "children": []}]}, {"name": null, "role": "AXCell", "description": null, "role_description": "cell", "value": 0, "position": "-391.00;-244.00", "size": "22;24", "children": [{"name": null, "role": "AXStaticText", "description": null, "role_description": "text", "value": 0, "position": "-391.00;-244.00", "size": "22;24", "children": []}]}, {"name": null, "role": "AXCell", "description": null, "role_description": "cell", "value": 1, "position": "-391.00;-244.00", "size": "38;24", "children": [{"name": null, "role": "AXCheckBox", "description": null, "role_description": "checkbox", "value": 1, "position": "-391.00;-244.00", "size": "38;24", "children": []}]}]}]}, {"name": null, "role": "AXStaticText", "description": "Before Commit", "role_description": "text", "value": "Before Commit", "position": "-391.00;-244.00", "size": "92;17", "children": []}, {"name": null, "role": "AXCheckBox", "description": "Reformat code", "role_description": "checkbox", "value": 0, "position": "-391.00;-244.00", "size": "119;25", "children": []}, {"name": null, "role": "AXCheckBox", "description": "Rearrange code", "role_description": "checkbox", "value": 0, "position": "-391.00;-244.00", "size": "126;25", "children": []}, {"name": null, "role": "AXCheckBox", "description": "Optimize imports", "role_description": "checkbox", "value": 0, "position": "-391.00;-244.00", "size": "133;25", "children": []}, {"name": null, "role": "AXCheckBox", "description": "Analyze code", "role_description": "checkbox", "value": 0, "position": "-391.00;-244.00", "size": "111;25", "children": []}, {"name": null, "role": "AXLink", "description": "Choose profile", "role_description": "link", "value": null, "position": "-391.00;-244.00", "size": "90;17", "children": []}, {"name": null, "role": "AXCheckBox", "description": "Check TODO", "role_description": "checkbox", "value": 1, "position": "-391.00;-244.00", "size": "108;25", "children": []}, {"name": null, "role": "AXLink", "description": "Configure", "role_description": "link", "value": null, "position": "-391.00;-244.00", "size": "60;17", "children": []}, {"name": null, "role": "AXCheckBox", "description": "Cleanup", "role_description": "checkbox", "value": 0, "position": "-391.00;-244.00", "size": "79;25", "children": []}, {"name": null, "role": "AXLink", "description": "Choose profile", "role_description": "link", "value": null, "position": "-391.00;-244.00", "size": "90;17", "children": []}, {"name": null, "role": "AXCheckBox", "description": "Update copyright", "role_description": "checkbox", "value": 0, "position": "-391.00;-244.00", "size": "135;25", "children": []}, {"name": null, "role": "AXCheckBox", "description": "Run Tests", "role_description": "checkbox", "value": 0, "position": "-391.00;-244.00", "size": "89;25", "children": []}, {"name": null, "role": "AXLink", "description": "Choose configuration", "role_description": "link", "value": null, "position": "-391.00;-244.00", "size": "132;17", "children": []}, {"name": null, "role": "AXCheckBox", "description": "Check malicious dependencies", "role_description": "checkbox", "value": 0, "position": "-391.00;-244.00", "size": "218;25", "children": []}]}, {"name": null, "role": "AXScrollArea", "description": null, "role_description": "scroll area", "value": 0, "position": "-391.00;-244.00", "size": "711;600", "children": [{"name": null, "role": "AXScrollBar", "description": null, "role_description": "scroll bar", "value": 0, "position": "-391.00;-244.00", "size": "14;600", "children": []}, {"name": null, "role": "AXScrollBar", "description": null, "role_description": "scroll bar", "value": 0, "position": "-391.00;-244.00", "size": "0;0", "children": []}, {"name": null, "role": "AXStaticText", "description": "Confirmation", "role_description": "text", "value": "Confirmation", "position": "-391.00;-244.00", "size": "79;17", "children": []}, {"name": null, "role": "AXStaticText", "description": "When files are created:", "role_description": "text", "value": "When files are created:", "position": "-391.00;-244.00", "size": "142;17", "children": []}, {"name": null, "role": "AXPopUpButton", "description": "Applicable to Subversion", "role_description": "pop up button", "value": "Ask", "position": "-391.00;-244.00", "size": "128;34", "children": [{"name": null, "role": "AXPopUpButton", "description": null, "role_description": "pop up button", "value": null, "position": "-391.00;-244.00", "size": "0;0", "children": [{"name": null, "role": "AXMenuItem", "description": null, "role_description": "menu item", "value": null, "position": "-391.00;-244.00", "size": "0;0", "children": [{"name": null, "role": "AXList", "description": "list", "role_description": "list", "value": 0, "position": "-391.00;-244.00", "size": "0;0", "children": [{"name": null, "role": "AXRow", "description": "Ask", "role_description": "row", "value": 0, "position": "-391.00;-244.00", "size": "0;24", "children": [{"name": null, "role": "AXStaticText", "description": "Ask", "role_description": "text", "value": 0, "position": "-391.00;-244.00", "size": "0;24", "children": [{"name": null, "role": "AXStaticText", "description": "Ask", "role_description": "text", "value": "Ask", "position": "-391.00;-244.00", "size": "25;21", "children": []}]}]}, {"name": null, "role": "AXRow", "description": "Do not add", "role_description": "row", "value": 0, "position": "-391.00;-244.00", "size": "0;24", "children": [{"name": null, "role": "AXStaticText", "description": "Do not add", "role_description": "text", "value": 0, "position": "-391.00;-244.00", "size": "0;24", "children": [{"name": null, "role": "AXStaticText", "description": "Do not add", "role_description": "text", "value": "Do not add", "position": "-391.00;-244.00", "size": "25;21", "children": []}]}]}, {"name": null, "role": "AXRow", "description": "Add silently", "role_description": "row", "value": 0, "position": "-391.00;-244.00", "size": "0;24", "children": [{"name": null, "role": "AXStaticText", "description": "Add silently", "role_description": "text", "value": 0, "position": "-391.00;-244.00", "size": "0;24", "children": [{"name": null, "role": "AXStaticText", "description": "Add silently", "role_description": "text", "value": "Add silently", "position": "-391.00;-244.00", "size": "25;21", "children": []}]}]}]}, {"name": null, "role": "AXScrollBar", "description": null, "role_description": "scroll bar", "value": 0, "position": "-391.00;-244.00", "size": "0;0", "children": []}]}]}]}, {"name": null, "role": "AXCheckBox", "description": "Apply to files created outside PyCharm", "role_description": "checkbox", "value": 0, "position": "-391.00;-244.00", "size": "268;25", "children": []}, {"name": null, "role": "AXStaticText", "description": "When files are deleted:", "role_description": "text", "value": "When files are deleted:", "position": "-391.00;-244.00", "size": "141;17", "children": []}, {"name": null, "role": "AXPopUpButton", "description": "Applicable to Subversion", "role_description": "pop up button", "value": "Ask", "position": "-391.00;-244.00", "size": "153;34", "children": [{"name": null, "role": "AXPopUpButton", "description": null, "role_description": "pop up button", "value": null, "position": "-391.00;-244.00", "size": "0;0", "children": [{"name": null, "role": "AXMenuItem", "description": null, "role_description": "menu item", "value": null, "position": "-391.00;-244.00", "size": "0;0", "children": [{"name": null, "role": "AXList", "description": "list", "role_description": "list", "value": 0, "position": "-391.00;-244.00", "size": "0;0", "children": [{"name": null, "role": "AXRow", "description": "Ask", "role_description": "row", "value": 0, "position": "-391.00;-244.00", "size": "0;24", "children": [{"name": null, "role": "AXStaticText", "description": "Ask", "role_description": "text", "value": 0, "position": "-391.00;-244.00", "size": "0;24", "children": [{"name": null, "role": "AXStaticText", "description": "Ask", "role_description": "text", "value": "Ask", "position": "-391.00;-244.00", "size": "25;21", "children": []}]}]}, {"name": null, "role": "AXRow", "description": "Do not remove", "role_description": "row", "value": 0, "position": "-391.00;-244.00", "size": "0;24", "children": [{"name": null, "role": "AXStaticText", "description": "Do not remove", "role_description": "text", "value": 0, "position": "-391.00;-244.00", "size": "0;24", "children": [{"name": null, "role": "AXStaticText", "description": "Do not remove", "role_description": "text", "value": "Do not remove", "position": "-391.00;-244.00", "size": "25;21", "children": []}]}]}, {"name": null, "role": "AXRow", "description": "Remove silently", "role_description": "row", "value": 0, "position": "-391.00;-244.00", "size": "0;24", "children": [{"name": null, "role": "AXStaticText", "description": "Remove silently", "role_description": "text", "value": 0, "position": "-391.00;-244.00", "size": "0;24", "children": [{"name": null, "role": "AXStaticText", "description": "Remove silently", "role_description": "text", "value": "Remove silently", "position": "-391.00;-244.00", "size": "25;21", "children": []}]}]}]}, {"name": null, "role": "AXScrollBar", "description": null, "role_description": "scroll bar", "value": 0, "position": "-391.00;-244.00", "size": "0;0", "children": []}]}]}]}, {"name": null, "role": "AXStaticText", "description": "Show options before:", "role_description": "text", "value": "Show options before:", "position": "-391.00;-244.00", "size": "131;17", "children": []}, {"name": null, "role": "AXCheckBox", "description": "Add", "role_description": "checkbox", "value": 1, "position": "-391.00;-244.00", "size": "0;0", "children": []}, {"name": null, "role": "AXCheckBox", "description": "Remove", "role_description": "checkbox", "value": 1, "position": "-391.00;-244.00", "size": "0;0", "children": []}, {"name": null, "role": "AXCheckBox", "description": "Checkout", "role_description": "checkbox", "value": 1, "position": "-391.00;-244.00", "size": "87;25", "children": []}, {"name": null, "role": "AXCheckBox", "description": "Update", "role_description": "checkbox", "value": 1, "position": "-391.00;-244.00", "size": "73;25", "children": []}, {"name": null, "role": "AXCheckBox", "description": "Status", "role_description": "checkbox", "value": 1, "position": "-391.00;-244.00", "size": "0;0", "children": []}, {"name": null, "role": "AXCheckBox", "description": "Edit", "role_description": "checkbox", "value": 1, "position": "-391.00;-244.00", "size": "0;0", "children": []}, {"name": null, "role": "AXCheckBox", "description": "Ask to unlock files set to read-only if you attempt to edit them", "role_description": "checkbox", "value": 1, "position": "-391.00;-244.00", "size": "409;25", "children": []}, {"name": null, "role": "AXTextField", "description": "text/html", "role_description": "text field", "value": "\nApplicable to Subversion", "position": "-391.00;-244.00", "size": "141;15", "children": [{"name": null, "role": "AXTextField", "description": "text/html", "role_description": "text field", "value": null, "position": "-391.00;-244.00", "size": "0;0", "children": []}, {"name": null, "role": "AXTextField", "description": "text/html", "role_description": "text field", "value": null, "position": "-391.00;-244.00", "size": "141;15", "children": []}, {"name": null, "role": "AXTextField", "description": "text/html", "role_description": "text field", "value": null, "position": "-391.00;-244.00", "size": "0;15", "children": []}]}, {"name": null, "role": "AXCheckBox", "description": "Ask for confirmation to drop commits", "role_description": "checkbox", "value": 1, "position": "-391.00;-244.00", "size": "257;25", "children": []}, {"name": null, "role": "AXTextField", "description": "text/html", "role_description": "text field", "value": "\nApplicable to Git", "position": "-391.00;-244.00", "size": "94;15", "children": [{"name": null, "role": "AXTextField", "description": "text/html", "role_description": "text field", "value": null, "position": "-391.00;-244.00", "size": "0;0", "children": []}, {"name": null, "role": "AXTextField", "description": "text/html", "role_description": "text field", "value": null, "position": "-391.00;-244.00", "size": "94;15", "children": []}, {"name": null, "role": "AXTextField", "description": "text/html", "role_description": "text field", "value": null, "position": "-391.00;-244.00", "size": "0;15", "children": []}]}, {"name": null, "role": "AXStaticText", "description": "Changes", "role_description": "text", "value": "Changes", "position": "-391.00;-244.00", "size": "54;17", "children": []}, {"name": null, "role": "AXCheckBox", "description": "Check for conflicts with the server every", "role_description": "checkbox", "value": 0, "position": "-391.00;-244.00", "size": "278;25", "children": []}, {"name": null, "role": "AXIncrementor", "description": null, "role_description": "stepper", "value": 60, "position": "-391.00;-244.00", "size": "99;34", "children": [{"name": null, "role": "AXTextField", "description": null, "role_description": "text field", "value": "60", "position": "-391.00;-244.00", "size": "55;21", "children": []}]}, {"name": null, "role": "AXStaticText", "description": "minutes", "role_description": "text", "value": "minutes", "position": "-391.00;-244.00", "size": "49;17", "children": []}, {"name": null, "role": "AXCheckBox", "description": "Highlight files changed in the last", "role_description": "checkbox", "value": 0, "position": "-391.00;-244.00", "size": "232;25", "children": []}, {"name": null, "role": "AXIncrementor", "description": null, "role_description": "stepper", "value": 31, "position": "-391.00;-244.00", "size": "88;34", "children": [{"name": null, "role": "AXTextField", "description": null, "role_description": "text field", "value": "31", "position": "-391.00;-244.00", "size": "44;21", "children": []}]}, {"name": null, "role": "AXStaticText", "description": "days", "role_description": "text", "value": "days", "position": "-391.00;-244.00", "size": "29;17", "children": []}, {"name": null, "role": "AXTextField", "description": "text/html", "role_description": "text field", "value": "\nModified files will be highlighted in the external stack trace and while debugging.", "position": "-391.00;-244.00", "size": "560;15", "children": [{"name": null, "role": "AXTextField", "description": "text/html", "role_description": "text field", "value": null, "position": "-391.00;-244.00", "size": "0;0", "children": []}, {"name": null, "role": "AXTextField", "description": "text/html", "role_description": "text field", "value": null, "position": "-391.00;-244.00", "size": "458;15", "children": []}, {"name": null, "role": "AXTextField", "description": "text/html", "role_description": "text field", "value": null, "position": "-391.00;-244.00", "size": "0;15", "children": []}]}, {"name": null, "role": "AXCheckBox", "description": "Highlight directories that contain modified files in the Project tree", "role_description": "checkbox", "value": 0, "position": "-391.00;-244.00", "size": "429;25", "children": []}, {"name": null, "role": "AXStaticText", "description": "When patch is created:", "role_description": "text", "value": "When patch is created:", "position": "-391.00;-244.00", "size": "142;17", "children": []}, {"name": null, "role": "AXPopUpButton", "description": "When patch is created:", "role_description": "pop up button", "value": "Ask", "position": "-391.00;-244.00", "size": "156;34", "children": [{"name": null, "role": "AXPopUpButton", "description": null, "role_description": "pop up button", "value": null, "position": "-391.00;-244.00", "size": "0;0", "children": [{"name": null, "role": "AXMenuItem", "description": null, "role_description": "menu item", "value": null, "position": "-391.00;-244.00", "size": "0;0", "children": [{"name": null, "role": "AXList", "description": "list", "role_description": "list", "value": 0, "position": "-391.00;-244.00", "size": "0;0", "children": [{"name": null, "role": "AXRow", "description": "Ask", "role_description": "row", "value": 0, "position": "-391.00;-244.00", "size": "0;24", "children": [{"name": null, "role": "AXStaticText", "description": "Ask", "role_description": "text", "value": 0, "position": "-391.00;-244.00", "size": "0;24", "children": []}]}, {"name": null, "role": "AXRow", "description": "Do nothing", "role_description": "row", "value": 0, "position": "-391.00;-244.00", "size": "0;24", "children": [{"name": null, "role": "AXStaticText", "description": "Do nothing", "role_description": "text", "value": 0, "position": "-391.00;-244.00", "size": "0;24", "children": []}]}, {"name": null, "role": "AXRow", "description": "Show in Finder", "role_description": "row", "value": 0, "position": "-391.00;-244.00", "size": "0;24", "children": [{"name": null, "role": "AXStaticText", "description": "Show in Finder", "role_description": "text", "value": 0, "position": "-391.00;-244.00", "size": "0;24", "children": []}]}]}, {"name": null, "role": "AXScrollBar", "description": null, "role_description": "scroll bar", "value": 0, "position": "-391.00;-244.00", "size": "0;0", "children": []}]}]}]}, {"name": null, "role": "AXCheckBox", "description": "Restore workspace when switching branches", "role_description": "checkbox", "value": 1, "position": "-391.00;-244.00", "size": "307;25", "children": []}, {"name": null, "role": "AXTextField", "description": "text/html", "role_description": "text field", "value": "\nA workspace is a set of opened files, the current run configuration and breakpoints associated with a branch.", "position": "-391.00;-244.00", "size": "560;30", "children": [{"name": null, "role": "AXTextField", "description": "text/html", "role_description": "text field", "value": null, "position": "-391.00;-244.00", "size": "0;0", "children": []}, {"name": null, "role": "AXTextField", "description": "text/html", "role_description": "text field", "value": null, "position": "-391.00;-244.00", "size": "538;30", "children": []}, {"name": null, "role": "AXTextField", "description": "text/html", "role_description": "text field", "value": null, "position": "-391.00;-244.00", "size": "0;15", "children": []}]}, {"name": null, "role": "AXCheckBox", "description": "Limit history to", "role_description": "checkbox", "value": 1, "position": "-391.00;-244.00", "size": "119;25", "children": []}, {"name": null, "role": "AXIncrementor", "description": null, "role_description": "stepper", "value": 1000, "position": "-391.00;-244.00", "size": "121;34", "children": [{"name": null, "role": "AXTextField", "description": null, "role_description": "text field", "value": "1000", "position": "-391.00;-244.00", "size": "77;21", "children": []}]}, {"name": null, "role": "AXStaticText", "description": "rows", "role_description": "text", "value": "rows", "position": "-391.00;-244.00", "size": "30;17", "children": []}, {"name": null, "role": "AXStaticText", "description": "Gutter", "role_description": "text", "value": "Gutter", "position": "-391.00;-244.00", "size": "39;17", "children": []}, {"name": null, "role": "AXCheckBox", "description": "Highlight modified lines in the gutter", "role_description": "checkbox", "value": 1, "position": "-391.00;-244.00", "size": "251;25", "children": []}, {"name": null, "role": "AXCheckBox", "description": "Highlight modified lines in error stripe on the scrollbar", "role_description": "checkbox", "value": 1, "position": "-391.00;-244.00", "size": "358;25", "children": []}, {"name": null, "role": "AXCheckBox", "description": "Highlight lines with whitespace-only modifications with a different color", "role_description": "checkbox", "value": 1, "position": "-391.00;-244.00", "size": "468;25", "children": []}]}, {"name": null, "role": "AXScrollArea", "description": null, "role_description": "scroll area", "value": 0, "position": "-391.00;-244.00", "size": "711;600", "children": [{"name": null, "role": "AXScrollBar", "description": null, "role_description": "scroll bar", "value": 0, "position": "-391.00;-244.00", "size": "0;0", "children": []}, {"name": null, "role": "AXScrollBar", "description": null, "role_description": "scroll bar", "value": 0, "position": "-391.00;-244.00", "size": "0;0", "children": []}, {"name": null, "role": "AXScrollArea", "description": null, "role_description": "scroll area", "value": 0, "position": "-391.00;-244.00", "size": "667;520", "children": [{"name": null, "role": "AXTable", "description": "table", "role_description": "table", "value": 0, "position": "-391.00;-244.00", "size": "667;495", "children": []}, {"name": null, "role": "AXScrollBar", "description": null, "role_description": "scroll bar", "value": 0, "position": "-391.00;-244.00", "size": "0;0", "children": []}, {"name": null, "role": "AXScrollBar", "description": null, "role_description": "scroll bar", "value": 0, "position": "-391.00;-244.00", "size": "0;0", "children": []}, {"name": null, "role": "AXStaticText", "description": "Directory", "role_description": "text", "value": "Directory", "position": "-391.00;-244.00", "size": "582;0", "children": []}, {"name": null, "role": "AXStaticText", "description": "VCS", "role_description": "text", "value": "VCS", "position": "-391.00;-244.00", "size": "85;0", "children": []}]}, {"name": null, "role": "AXGroup", "description": "Action Toolbar", "role_description": "group", "value": 0, "position": "-391.00;-244.00", "size": "667;24", "children": [{"name": null, "role": "AXButton", "description": "Add", "role_description": "button", "value": null, "position": "-391.00;-244.00", "size": "26;24", "children": []}, {"name": null, "role": "AXButton", "description": "Remove", "role_description": "button", "value": null, "position": "-391.00;-244.00", "size": "26;24", "children": []}, {"name": null, "role": "AXButton", "description": "Edit", "role_description": "button", "value": null, "position": "-391.00;-244.00", "size": "26;24", "children": []}]}, {"name": null, "role": "AXStaticText", "description": "<Project> - Content roots of all modules, all immediate descendants of project base directory, and .idea directory contents", "role_description": "text", "value": "<Project> - Content roots of all modules, all immediate descendants of project base directory, and .idea directory contents", "position": "-391.00;-244.00", "size": "669;18", "children": []}]}, {"name": null, "role": "AXScrollArea", "description": null, "role_description": "scroll area", "value": 0, "position": "-391.00;-244.00", "size": "250;551", "children": [{"name": null, "role": "AXScrollBar", "description": null, "role_description": "scroll bar", "value": 0, "position": "-391.00;-244.00", "size": "14;549", "children": []}, {"name": null, "role": "AXScrollBar", "description": null, "role_description": "scroll bar", "value": 0, "position": "-391.00;-244.00", "size": "0;0", "children": []}, {"name": null, "role": "AXTable", "description": "table", "role_description": "table", "value": 0, "position": "-391.00;-244.00", "size": "248;550", "children": [{"name": null, "role": "AXRow", "description": "* , Added", "role_description": "row", "value": 0, "position": "-391.00;-244.00", "size": "248;22", "children": [{"name": null, "role": "AXCell", "description": "* ", "role_description": "cell", "value": 0, "position": "-391.00;-244.00", "size": "15;22", "children": [{"name": null, "role": "AXStaticText", "description": "* ", "role_description": "text", "value": 0, "position": "-391.00;-244.00", "size": "15;22", "children": []}]}, {"name": null, "role": "AXCell", "description": "Added", "role_description": "cell", "value": 0, "position": "-391.00;-244.00", "size": "233;22", "children": [{"name": null, "role": "AXStaticText", "description": "Added", "role_description": "text", "value": 0, "position": "-391.00;-244.00", "size": "233;22", "children": []}]}]}, {"name": null, "role": "AXRow", "description": "* , Added in not active changelist", "role_description": "row", "value": 0, "position": "-391.00;-244.00", "size": "248;22", "children": [{"name": null, "role": "AXCell", "description": "* ", "role_description": "cell", "value": 0, "position": "-391.00;-244.00", "size": "15;22", "children": [{"name": null, "role": "AXStaticText", "description": "* ", "role_description": "text", "value": 0, "position": "-391.00;-244.00", "size": "15;22", "children": []}]}, {"name": null, "role": "AXCell", "description": "Added in not active changelist", "role_description": "cell", "value": 0, "position": "-391.00;-244.00", "size": "233;22", "children": [{"name": null, "role": "AXStaticText", "description": "Added in not active changelist", "role_description": "text", "value": 0, "position": "-391.00;-244.00", "size": "233;22", "children": []}]}]}, {"name": null, "role": "AXRow", "description": "* , Changelist conflict", "role_description": "row", "value": 0, "position": "-391.00;-244.00", "size": "248;22", "children": [{"name": null, "role": "AXCell", "description": "* ", "role_description": "cell", "value": 0, "position": "-391.00;-244.00", "size": "15;22", "children": [{"name": null, "role": "AXStaticText", "description": "* ", "role_description": "text", "value": 0, "position": "-391.00;-244.00", "size": "15;22", "children": []}]}, {"name": null, "role": "AXCell", "description": "Changelist conflict", "role_description": "cell", "value": 0, "position": "-391.00;-244.00", "size": "233;22", "children": [{"name": null, "role": "AXStaticText", "description": "Changelist conflict", "role_description": "text", "value": 0, "position": "-391.00;-244.00", "size": "233;22", "children": []}]}]}, {"name": null, "role": "AXRow", "description": "* , Copied", "role_description": "row", "value": 0, "position": "-391.00;-244.00", "size": "248;22", "children": [{"name": null, "role": "AXCell", "description": "* ", "role_description": "cell", "value": 0, "position": "-391.00;-244.00", "size": "15;22", "children": [{"name": null, "role": "AXStaticText", "description": "* ", "role_description": "text", "value": 0, "position": "-391.00;-244.00", "size": "15;22", "children": []}]}, {"name": null, "role": "AXCell", "description": "Copied", "role_description": "cell", "value": 0, "position": "-391.00;-244.00", "size": "233;22", "children": [{"name": null, "role": "AXStaticText", "description": "Copied", "role_description": "text", "value": 0, "position": "-391.00;-244.00", "size": "233;22", "children": []}]}]}, {"name": null, "role": "AXRow", "description": "* , Deleted", "role_description": "row", "value": 0, "position": "-391.00;-244.00", "size": "248;22", "children": [{"name": null, "role": "AXCell", "description": "* ", "role_description": "cell", "value": 0, "position": "-391.00;-244.00", "size": "15;22", "children": [{"name": null, "role": "AXStaticText", "description": "* ", "role_description": "text", "value": 0, "position": "-391.00;-244.00", "size": "15;22", "children": []}]}, {"name": null, "role": "AXCell", "description": "Deleted", "role_description": "cell", "value": 0, "position": "-391.00;-244.00", "size": "233;22", "children": [{"name": null, "role": "AXStaticText", "description": "Deleted", "role_description": "text", "value": 0, "position": "-391.00;-244.00", "size": "233;22", "children": []}]}]}, {"name": null, "role": "AXRow", "description": "* , Deleted from file system", "role_description": "row", "value": 0, "position": "-391.00;-244.00", "size": "248;22", "children": [{"name": null, "role": "AXCell", "description": "* ", "role_description": "cell", "value": 0, "position": "-391.00;-244.00", "size": "15;22", "children": [{"name": null, "role": "AXStaticText", "description": "* ", "role_description": "text", "value": 0, "position": "-391.00;-244.00", "size": "15;22", "children": []}]}, {"name": null, "role": "AXCell", "description": "Deleted from file system", "role_description": "cell", "value": 0, "position": "-391.00;-244.00", "size": "233;22", "children": [{"name": null, "role": "AXStaticText", "description": "Deleted from file system", "role_description": "text", "value": 0, "position": "-391.00;-244.00", "size": "233;22", "children": []}]}]}, {"name": null, "role": "AXRow", "description": null, "role_description": "row", "value": 0, "position": "-391.00;-244.00", "size": "248;22", "children": [{"name": null, "role": "AXCell", "description": null, "role_description": "cell", "value": 0, "position": "-391.00;-244.00", "size": "15;22", "children": [{"name": null, "role": "AXStaticText", "description": null, "role_description": "text", "value": 0, "position": "-391.00;-244.00", "size": "15;22", "children": []}]}, {"name": null, "role": "AXCell", "description": "External (svn)", "role_description": "cell", "value": 0, "position": "-391.00;-244.00", "size": "233;22", "children": [{"name": null, "role": "AXStaticText", "description": "External (svn)", "role_description": "text", "value": 0, "position": "-391.00;-244.00", "size": "233;22", "children": []}]}]}, {"name": null, "role": "AXRow", "description": "* , Have changed descendants", "role_description": "row", "value": 0, "position": "-391.00;-244.00", "size": "248;22", "children": [{"name": null, "role": "AXCell", "description": "* ", "role_description": "cell", "value": 0, "position": "-391.00;-244.00", "size": "15;22", "children": [{"name": null, "role": "AXStaticText", "description": "* ", "role_description": "text", "value": 0, "position": "-391.00;-244.00", "size": "15;22", "children": []}]}, {"name": null, "role": "AXCell", "description": "Have changed descendants", "role_description": "cell", "value": 0, "position": "-391.00;-244.00", "size": "233;22", "children": [{"name": null, "role": "AXStaticText", "description": "Have changed descendants", "role_description": "text", "value": 0, "position": "-391.00;-244.00", "size": "233;22", "children": []}]}]}, {"name": null, "role": "AXRow", "description": "* , Have immediate changed children", "role_description": "row", "value": 0, "position": "-391.00;-244.00", "size": "248;22", "children": [{"name": null, "role": "AXCell", "description": "* ", "role_description": "cell", "value": 0, "position": "-391.00;-244.00", "size": "15;22", "children": [{"name": null, "role": "AXStaticText", "description": "* ", "role_description": "text", "value": 0, "position": "-391.00;-244.00", "size": "15;22", "children": []}]}, {"name": null, "role": "AXCell", "description": "Have immediate changed children", "role_description": "cell", "value": 0, "position": "-391.00;-244.00", "size": "233;22", "children": [{"name": null, "role": "AXStaticText", "description": "Have immediate changed children", "role_description": "text", "value": 0, "position": "-391.00;-244.00", "size": "233;22", "children": []}]}]}, {"name": null, "role": "AXRow", "description": null, "role_description": "row", "value": 0, "position": "-391.00;-244.00", "size": "248;22", "children": [{"name": null, "role": "AXCell", "description": null, "role_description": "cell", "value": 0, "position": "-391.00;-244.00", "size": "15;22", "children": [{"name": null, "role": "AXStaticText", "description": null, "role_description": "text", "value": 0, "position": "-391.00;-244.00", "size": "15;22", "children": []}]}, {"name": null, "role": "AXCell", "description": "Hijacked", "role_description": "cell", "value": 0, "position": "-391.00;-244.00", "size": "233;22", "children": [{"name": null, "role": "AXStaticText", "description": "Hijacked", "role_description": "text", "value": 0, "position": "-391.00;-244.00", "size": "233;22", "children": []}]}]}, {"name": null, "role": "AXRow", "description": "* , Ignored", "role_description": "row", "value": 0, "position": "-391.00;-244.00", "size": "248;22", "children": [{"name": null, "role": "AXCell", "description": "* ", "role_description": "cell", "value": 0, "position": "-391.00;-244.00", "size": "15;22", "children": [{"name": null, "role": "AXStaticText", "description": "* ", "role_description": "text", "value": 0, "position": "-391.00;-244.00", "size": "15;22", "children": []}]}, {"name": null, "role": "AXCell", "description": "Ignored", "role_description": "cell", "value": 0, "position": "-391.00;-244.00", "size": "233;22", "children": [{"name": null, "role": "AXStaticText", "description": "Ignored", "role_description": "text", "value": 0, "position": "-391.00;-244.00", "size": "233;22", "children": []}]}]}, {"name": null, "role": "AXRow", "description": "* , Merged", "role_description": "row", "value": 0, "position": "-391.00;-244.00", "size": "248;22", "children": [{"name": null, "role": "AXCell", "description": "* ", "role_description": "cell", "value": 0, "position": "-391.00;-244.00", "size": "15;22", "children": [{"name": null, "role": "AXStaticText", "description": "* ", "role_description": "text", "value": 0, "position": "-391.00;-244.00", "size": "15;22", "children": []}]}, {"name": null, "role": "AXCell", "description": "Merged", "role_description": "cell", "value": 0, "position": "-391.00;-244.00", "size": "233;22", "children": [{"name": null, "role": "AXStaticText", "description": "Merged", "role_description": "text", "value": 0, "position": "-391.00;-244.00", "size": "233;22", "children": []}]}]}, {"name": null, "role": "AXRow", "description": "* , Merged with conflicts", "role_description": "row", "value": 0, "position": "-391.00;-244.00", "size": "248;22", "children": [{"name": null, "role": "AXCell", "description": "* ", "role_description": "cell", "value": 0, "position": "-391.00;-244.00", "size": "15;22", "children": [{"name": null, "role": "AXStaticText", "description": "* ", "role_description": "text", "value": 0, "position": "-391.00;-244.00", "size": "15;22", "children": []}]}, {"name": null, "role": "AXCell", "description": "Merged with conflicts", "role_description": "cell", "value": 0, "position": "-391.00;-244.00", "size": "233;22", "children": [{"name": null, "role": "AXStaticText", "description": "Merged with conflicts", "role_description": "text", "value": 0, "position": "-391.00;-244.00", "size": "233;22", "children": []}]}]}, {"name": null, "role": "AXRow", "description": "* , Merged with property conflicts", "role_description": "row", "value": 0, "position": "-391.00;-244.00", "size": "248;22", "children": [{"name": null, "role": "AXCell", "description": "* ", "role_description": "cell", "value": 0, "position": "-391.00;-244.00", "size": "15;22", "children": [{"name": null, "role": "AXStaticText", "description": "* ", "role_description": "text", "value": 0, "position": "-391.00;-244.00", "size": "15;22", "children": []}]}, {"name": null, "role": "AXCell", "description": "Merged with property conflicts", "role_description": "cell", "value": 0, "position": "-391.00;-244.00", "size": "233;22", "children": [{"name": null, "role": "AXStaticText", "description": "Merged with property conflicts", "role_description": "text", "value": 0, "position": "-391.00;-244.00", "size": "233;22", "children": []}]}]}, {"name": null, "role": "AXRow", "description": "* , Merged with text and property conflicts", "role_description": "row", "value": 0, "position": "-391.00;-244.00", "size": "248;22", "children": [{"name": null, "role": "AXCell", "description": "* ", "role_description": "cell", "value": 0, "position": "-391.00;-244.00", "size": "15;22", "children": [{"name": null, "role": "AXStaticText", "description": "* ", "role_description": "text", "value": 0, "position": "-391.00;-244.00", "size": "15;22", "children": []}]}, {"name": null, "role": "AXCell", "description": "Merged with text and property conflicts", "role_description": "cell", "value": 0, "position": "-391.00;-244.00", "size": "233;22", "children": [{"name": null, "role": "AXStaticText", "description": "Merged with text and property conflicts", "role_description": "text", "value": 0, "position": "-391.00;-244.00", "size": "233;22", "children": []}]}]}, {"name": null, "role": "AXRow", "description": "* , Modified", "role_description": "row", "value": 0, "position": "-391.00;-244.00", "size": "248;22", "children": [{"name": null, "role": "AXCell", "description": "* ", "role_description": "cell", "value": 0, "position": "-391.00;-244.00", "size": "15;22", "children": [{"name": null, "role": "AXStaticText", "description": "* ", "role_description": "text", "value": 0, "position": "-391.00;-244.00", "size": "15;22", "children": []}]}, {"name": null, "role": "AXCell", "description": "Modified", "role_description": "cell", "value": 0, "position": "-391.00;-244.00", "size": "233;22", "children": [{"name": null, "role": "AXStaticText", "description": "Modified", "role_description": "text", "value": 0, "position": "-391.00;-244.00", "size": "233;22", "children": []}]}]}, {"name": null, "role": "AXRow", "description": "* , Modified in not active changelist", "role_description": "row", "value": 0, "position": "-391.00;-244.00", "size": "248;22", "children": [{"name": null, "role": "AXCell", "description": "* ", "role_description": "cell", "value": 0, "position": "-391.00;-244.00", "size": "15;22", "children": [{"name": null, "role": "AXStaticText", "description": "* ", "role_description": "text", "value": 0, "position": "-391.00;-244.00", "size": "15;22", "children": []}]}, {"name": null, "role": "AXCell", "description": "Modified in not active changelist", "role_description": "cell", "value": 0, "position": "-391.00;-244.00", "size": "233;22", "children": [{"name": null, "role": "AXStaticText", "description": "Modified in not active changelist", "role_description": "text", "value": 0, "position": "-391.00;-244.00", "size": "233;22", "children": []}]}]}, {"name": null, "role": "AXRow", "description": null, "role_description": "row", "value": 0, "position": "-391.00;-244.00", "size": "248;22", "children": [{"name": null, "role": "AXCell", "description": null, "role_description": "cell", "value": 0, "position": "-391.00;-244.00", "size": "15;22", "children": [{"name": null, "role": "AXStaticText", "description": null, "role_description": "text", "value": 0, "position": "-391.00;-244.00", "size": "15;22", "children": []}]}, {"name": null, "role": "AXCell", "description": "Obsolete", "role_description": "cell", "value": 0, "position": "-391.00;-244.00", "size": "233;22", "children": [{"name": null, "role": "AXStaticText", "description": "Obsolete", "role_description": "text", "value": 0, "position": "-391.00;-244.00", "size": "233;22", "children": []}]}]}, {"name": null, "role": "AXRow", "description": null, "role_description": "row", "value": 0, "position": "-391.00;-244.00", "size": "248;22", "children": [{"name": null, "role": "AXCell", "description": null, "role_description": "cell", "value": 0, "position": "-391.00;-244.00", "size": "15;22", "children": [{"name": null, "role": "AXStaticText", "description": null, "role_description": "text", "value": 0, "position": "-391.00;-244.00", "size": "15;22", "children": []}]}, {"name": null, "role": "AXCell", "description": "Obstructed (svn)", "role_description": "cell", "value": 0, "position": "-391.00;-244.00", "size": "233;22", "children": [{"name": null, "role": "AXStaticText", "description": "Obstructed (svn)", "role_description": "text", "value": 0, "position": "-391.00;-244.00", "size": "233;22", "children": []}]}]}, {"name": null, "role": "AXRow", "description": "* , Renamed", "role_description": "row", "value": 0, "position": "-391.00;-244.00", "size": "248;22", "children": [{"name": null, "role": "AXCell", "description": "* ", "role_description": "cell", "value": 0, "position": "-391.00;-244.00", "size": "15;22", "children": [{"name": null, "role": "AXStaticText", "description": "* ", "role_description": "text", "value": 0, "position": "-391.00;-244.00", "size": "15;22", "children": []}]}, {"name": null, "role": "AXCell", "description": "Renamed", "role_description": "cell", "value": 0, "position": "-391.00;-244.00", "size": "233;22", "children": [{"name": null, "role": "AXStaticText", "description": "Renamed", "role_description": "text", "value": 0, "position": "-391.00;-244.00", "size": "233;22", "children": []}]}]}, {"name": null, "role": "AXRow", "description": null, "role_description": "row", "value": 0, "position": "-391.00;-244.00", "size": "248;22", "children": [{"name": null, "role": "AXCell", "description": null, "role_description": "cell", "value": 0, "position": "-391.00;-244.00", "size": "15;22", "children": [{"name": null, "role": "AXStaticText", "description": null, "role_description": "text", "value": 0, "position": "-391.00;-244.00", "size": "15;22", "children": []}]}, {"name": null, "role": "AXCell", "description": "Replaced (svn)", "role_description": "cell", "value": 0, "position": "-391.00;-244.00", "size": "233;22", "children": [{"name": null, "role": "AXStaticText", "description": "Replaced (svn)", "role_description": "text", "value": 0, "position": "-391.00;-244.00", "size": "233;22", "children": []}]}]}, {"name": null, "role": "AXRow", "description": null, "role_description": "row", "value": 0, "position": "-391.00;-244.00", "size": "248;22", "children": [{"name": null, "role": "AXCell", "description": null, "role_description": "cell", "value": 0, "position": "-391.00;-244.00", "size": "15;22", "children": [{"name": null, "role": "AXStaticText", "description": null, "role_description": "text", "value": 0, "position": "-391.00;-244.00", "size": "15;22", "children": []}]}, {"name": null, "role": "AXCell", "description": "Suppressed", "role_description": "cell", "value": 0, "position": "-391.00;-244.00", "size": "233;22", "children": [{"name": null, "role": "AXStaticText", "description": "Suppressed", "role_description": "text", "value": 0, "position": "-391.00;-244.00", "size": "233;22", "children": []}]}]}, {"name": null, "role": "AXRow", "description": null, "role_description": "row", "value": 0, "position": "-391.00;-244.00", "size": "248;22", "children": [{"name": null, "role": "AXCell", "description": null, "role_description": "cell", "value": 0, "position": "-391.00;-244.00", "size": "15;22", "children": [{"name": null, "role": "AXStaticText", "description": null, "role_description": "text", "value": 0, "position": "-391.00;-244.00", "size": "15;22", "children": []}]}, {"name": null, "role": "AXCell", "description": "Switched", "role_description": "cell", "value": 0, "position": "-391.00;-244.00", "size": "233;22", "children": [{"name": null, "role": "AXStaticText", "description": "Switched", "role_description": "text", "value": 0, "position": "-391.00;-244.00", "size": "233;22", "children": []}]}]}, {"name": null, "role": "AXRow", "description": "* , Unknown", "role_description": "row", "value": 0, "position": "-391.00;-244.00", "size": "248;22", "children": [{"name": null, "role": "AXCell", "description": "* ", "role_description": "cell", "value": 0, "position": "-391.00;-244.00", "size": "15;22", "children": [{"name": null, "role": "AXStaticText", "description": "* ", "role_description": "text", "value": 0, "position": "-391.00;-244.00", "size": "15;22", "children": []}]}, {"name": null, "role": "AXCell", "description": "Unknown", "role_description": "cell", "value": 0, "position": "-391.00;-244.00", "size": "233;22", "children": [{"name": null, "role": "AXStaticText", "description": "Unknown", "role_description": "text", "value": 0, "position": "-391.00;-244.00", "size": "233;22", "children": []}]}]}, {"name": null, "role": "AXRow", "description": null, "role_description": "row", "value": 0, "position": "-391.00;-244.00", "size": "248;22", "children": [{"name": null, "role": "AXCell", "description": null, "role_description": "cell", "value": 0, "position": "-391.00;-244.00", "size": "15;22", "children": [{"name": null, "role": "AXStaticText", "description": null, "role_description": "text", "value": 0, "position": "-391.00;-244.00", "size": "15;22", "children": []}]}, {"name": null, "role": "AXCell", "description": "Up to date", "role_description": "cell", "value": 0, "position": "-391.00;-244.00", "size": "233;22", "children": [{"name": null, "role": "AXStaticText", "description": "Up to date", "role_description": "text", "value": 0, "position": "-391.00;-244.00", "size": "233;22", "children": []}]}]}]}]}, {"name": null, "role": "AXCheckBox", "description": "File Status Color:", "role_description": "checkbox", "value": 0, "position": "-391.00;-244.00", "size": "0;0", "children": []}, {"name": null, "role": "AXButton", "description": "Restore Default", "role_description": "button", "value": null, "position": "-391.00;-244.00", "size": "130;34", "children": []}, {"name": null, "role": "AXStaticText", "description": "* Customized", "role_description": "text", "value": "* Customized", "position": "-391.00;-244.00", "size": "84;17", "children": []}, {"name": null, "role": "AXTextField", "description": "text/html", "role_description": "text field", "value": "\nPyCharm will search for the specified patterns in check-in comments and link them to issues in your issue tracker", "position": "-391.00;-244.00", "size": "679;34", "children": [{"name": null, "role": "AXTextField", "description": "text/html", "role_description": "text field", "value": null, "position": "-391.00;-244.00", "size": "0;0", "children": []}, {"name": null, "role": "AXTextField", "description": "text/html", "role_description": "text field", "value": null, "position": "-391.00;-244.00", "size": "653;34", "children": []}, {"name": null, "role": "AXTextField", "description": "text/html", "role_description": "text field", "value": null, "position": "-391.00;-244.00", "size": "0;17", "children": []}]}, {"name": null, "role": "AXScrollArea", "description": null, "role_description": "scroll area", "value": 0, "position": "-391.00;-244.00", "size": "677;500", "children": [{"name": null, "role": "AXTable", "description": "table", "role_description": "table", "value": 0, "position": "-391.00;-244.00", "size": "677;475", "children": []}, {"name": null, "role": "AXScrollBar", "description": null, "role_description": "scroll bar", "value": 0, "position": "-391.00;-244.00", "size": "0;0", "children": []}, {"name": null, "role": "AXScrollBar", "description": null, "role_description": "scroll bar", "value": 0, "position": "-391.00;-244.00", "size": "0;0", "children": []}, {"name": null, "role": "AXStaticText", "description": "Issue", "role_description": "text", "value": "Issue", "position": "-391.00;-244.00", "size": "339;0", "children": []}, {"name": null, "role": "AXStaticText", "description": "Link", "role_description": "text", "value": "Link", "position": "-391.00;-244.00", "size": "338;0", "children": []}]}, {"name": null, "role": "AXGroup", "description": "Action Toolbar", "role_description": "group", "value": 0, "position": "-391.00;-244.00", "size": "677;24", "children": [{"name": null, "role": "AXButton", "description": "Add...", "role_description": "button", "value": null, "position": "-391.00;-244.00", "size": "26;24", "children": []}, {"name": null, "role": "AXButton", "description": "Edit", "role_description": "button", "value": null, "position": "-391.00;-244.00", "size": "26;24", "children": []}, {"name": null, "role": "AXButton", "description": "Remove", "role_description": "button", "value": null, "position": "-391.00;-244.00", "size": "26;24", "children": []}]}, {"name": null, "role": "AXScrollArea", "description": null, "role_description": "scroll area", "value": 0, "position": "-391.00;-244.00", "size": "711;600", "children": [{"name": null, "role": "AXScrollBar", "description": null, "role_description": "scroll bar", "value": 0, "position": "-391.00;-244.00", "size": "0;0", "children": []}, {"name": null, "role": "AXScrollBar", "description": null, "role_description": "scroll bar", "value": 0, "position": "-391.00;-244.00", "size": "0;0", "children": []}, {"name": null, "role": "AXCheckBox", "description": "Remove successfully applied files from the shelf", "role_description": "checkbox", "value": 0, "position": "-391.00;-244.00", "size": "324;25", "children": []}, {"name": null, "role": "AXCheckBox", "description": "Shelve base revisions of files under distributed version control systems", "role_description": "checkbox", "value": 1, "position": "-391.00;-244.00", "size": "466;25", "children": []}, {"name": null, "role": "AXTextField", "description": "text/html", "role_description": "text field", "value": "\nThe base content of files larger than 500K will not be stored", "position": "-391.00;-244.00", "size": "341;15", "children": [{"name": null, "role": "AXTextField", "description": "text/html", "role_description": "text field", "value": null, "position": "-391.00;-244.00", "size": "0;0", "children": []}, {"name": null, "role": "AXTextField", "description": "text/html", "role_description": "text field", "value": null, "position": "-391.00;-244.00", "size": "341;15", "children": []}, {"name": null, "role": "AXTextField", "description": "text/html", "role_description": "text field", "value": null, "position": "-391.00;-244.00", "size": "0;15", "children": []}]}, {"name": null, "role": "AXButton", "description": "Change Shelves Location...", "role_description": "button", "value": null, "position": "-391.00;-244.00", "size": "201;34", "children": []}, {"name": null, "role": "AXStaticText", "description": "Current location is /Users/[username]/Code/test/.idea/shelf", "role_description": "text", "value": "Current location is /Users/[username]/Code/test/.idea/shelf", "position": "-391.00;-244.00", "size": "329;15", "children": [{"name": null, "role": "AXStaticText", "description": null, "role_description": "text", "value": null, "position": "-391.00;-244.00", "size": "0;15", "children": []}, {"name": null, "role": "AXTextField", "description": "text/html", "role_description": "text field", "value": "\nCurrent location is /Users/[username]/Code/test/.idea/shelf", "position": "-391.00;-244.00", "size": "329;15", "children": [{"name": null, "role": "AXTextField", "description": "text/html", "role_description": "text field", "value": null, "position": "-391.00;-244.00", "size": "0;0", "children": []}, {"name": null, "role": "AXTextField", "description": "text/html", "role_description": "text field", "value": null, "position": "-391.00;-244.00", "size": "328;15", "children": []}, {"name": null, "role": "AXTextField", "description": "text/html", "role_description": "text field", "value": null, "position": "-391.00;-244.00", "size": "0;15", "children": []}]}]}]}, {"name": null, "role": "AXScrollArea", "description": null, "role_description": "scroll area", "value": 0, "position": "-391.00;-244.00", "size": "711;600", "children": [{"name": null, "role": "AXScrollBar", "description": null, "role_description": "scroll bar", "value": 0, "position": "-391.00;-244.00", "size": "14;600", "children": []}, {"name": null, "role": "AXScrollBar", "description": null, "role_description": "scroll bar", "value": 0, "position": "-391.00;-244.00", "size": "0;0", "children": []}, {"name": null, "role": "AXStaticText", "description": "Path to Git executable:", "role_description": "text", "value": "Path to Git executable:", "position": "-391.00;-244.00", "size": "140;17", "children": []}, {"name": null, "role": "AXTextField", "description": "Auto-detected: /usr/bin/git", "role_description": "text field", "value": "", "position": "-391.00;-244.00", "size": "441;34", "children": []}, {"name": null, "role": "AXButton", "description": "Test", "role_description": "button", "value": null, "position": "-391.00;-244.00", "size": "78;34", "children": []}, {"name": null, "role": "AXCheckBox", "description": "Set this path only for the current project", "role_description": "checkbox", "value": 0, "position": "-391.00;-244.00", "size": "275;25", "children": []}, {"name": null, "role": "AXStaticText", "description": "Commit", "role_description": "text", "value": "Commit", "position": "-391.00;-244.00", "size": "48;17", "children": []}, {"name": null, "role": "AXCheckBox", "description": "Enable staging area", "role_description": "checkbox", "value": 0, "position": "-391.00;-244.00", "size": "149;25", "children": []}, {"name": null, "role": "AXTextField", "description": "text/html", "role_description": "text field", "value": "\nThis will disable changelists support. Only for non-modal commit interface.", "position": "-391.00;-244.00", "size": "560;15", "children": [{"name": null, "role": "AXTextField", "description": "text/html", "role_description": "text field", "value": null, "position": "-391.00;-244.00", "size": "0;0", "children": []}, {"name": null, "role": "AXTextField", "description": "text/html", "role_description": "text field", "value": null, "position": "-391.00;-244.00", "size": "424;15", "children": []}, {"name": null, "role": "AXTextField", "description": "text/html", "role_description": "text field", "value": null, "position": "-391.00;-244.00", "size": "0;15", "children": []}]}, {"name": null, "role": "AXCheckBox", "description": "Warn if CRLF line separators are about to be committed", "role_description": "checkbox", "value": 1, "position": "-391.00;-244.00", "size": "370;25", "children": []}, {"name": null, "role": "AXCheckBox", "description": "Warn when committing in detached HEAD or during rebase", "role_description": "checkbox", "value": 1, "position": "-391.00;-244.00", "size": "390;25", "children": []}, {"name": null, "role": "AXCheckBox", "description": "Warn when committing files larger than", "role_description": "checkbox", "value": 1, "position": "-391.00;-244.00", "size": "269;25", "children": []}, {"name": null, "role": "AXIncrementor", "description": null, "role_description": "stepper", "value": 50, "position": "-391.00;-244.00", "size": "110;34", "children": [{"name": null, "role": "AXTextField", "description": null, "role_description": "text field", "value": "50", "position": "-391.00;-244.00", "size": "66;21", "children": []}]}, {"name": null, "role": "AXStaticText", "description": "MB", "role_description": "text", "value": "MB", "position": "-391.00;-244.00", "size": "20;17", "children": []}, {"name": null, "role": "AXCheckBox", "description": "Warn when committing files with names that might cause issues on other systems", "role_description": "checkbox", "value": 1, "position": "-391.00;-244.00", "size": "532;25", "children": []}, {"name": null, "role": "AXCheckBox", "description": "Add the 'cherry-picked from <hash>' suffix when picking commits pushed to protected branches", "role_description": "checkbox", "value": 1, "position": "-391.00;-244.00", "size": "623;25", "children": []}, {"name": null, "role": "AXButton", "description": "Configure GPG Key…", "role_description": "button", "value": null, "position": "-391.00;-244.00", "size": "163;34", "children": []}, {"name": null, "role": "AXStaticText", "description": "No Git roots in the project", "role_description": "text", "value": "No Git roots in the project", "position": "-391.00;-244.00", "size": "159;17", "children": []}, {"name": null, "role": "AXStaticText", "description": null, "role_description": "text", "value": null, "position": "-391.00;-244.00", "size": "0;0", "children": []}, {"name": null, "role": "AXStaticText", "description": "Push", "role_description": "text", "value": "Push", "position": "-391.00;-244.00", "size": "30;17", "children": []}, {"name": null, "role": "AXCheckBox", "description": "Auto-update if push of the current branch was rejected", "role_description": "checkbox", "value": 0, "position": "-391.00;-244.00", "size": "368;25", "children": []}, {"name": null, "role": "AXCheckBox", "description": "Show Push dialog for Commit and Push", "role_description": "checkbox", "value": 1, "position": "-391.00;-244.00", "size": "270;25", "children": []}, {"name": null, "role": "AXCheckBox", "description": "Show Push dialog only when committing to protected branches", "role_description": "checkbox", "value": 0, "position": "-391.00;-244.00", "size": "417;25", "children": []}, {"name": null, "role": "AXStaticText", "description": "Protected branches:", "role_description": "text", "value": "Protected branches:", "position": "-391.00;-244.00", "size": "125;17", "children": []}, {"name": null, "role": "AXTextField", "description": "Protected branches:", "role_description": "text field", "value": "master;main", "position": "-391.00;-244.00", "size": "530;34", "children": []}, {"name": null, "role": "AXCheckBox", "description": "Load branch protection rules from GitHub", "role_description": "checkbox", "value": 1, "position": "-391.00;-244.00", "size": "284;25", "children": []}, {"name": null, "role": "AXTextField", "description": "text/html", "role_description": "text field", "value": "\nGitHub rules are added to the local rules and synced on every fetch", "position": "-391.00;-244.00", "size": "383;15", "children": [{"name": null, "role": "AXTextField", "description": "text/html", "role_description": "text field", "value": null, "position": "-391.00;-244.00", "size": "0;0", "children": []}, {"name": null, "role": "AXTextField", "description": "text/html", "role_description": "text field", "value": null, "position": "-391.00;-244.00", "size": "383;15", "children": []}, {"name": null, "role": "AXTextField", "description": "text/html", "role_description": "text field", "value": null, "position": "-391.00;-244.00", "size": "0;15", "children": []}]}, {"name": null, "role": "AXStaticText", "description": "Update", "role_description": "text", "value": "Update", "position": "-391.00;-244.00", "size": "45;17", "children": []}, {"name": null, "role": "AXStaticText", "description": "Update method:", "role_description": "text", "value": "Update method:", "position": "-391.00;-244.00", "size": "100;17", "children": []}, {"name": null, "role": "AXRadioButton", "description": "Merge", "role_description": "radio button", "value": 1, "position": "-391.00;-244.00", "size": "67;25", "children": []}, {"name": null, "role": "AXRadioButton", "description": "Rebase", "role_description": "radio button", "value": 0, "position": "-391.00;-244.00", "size": "74;25", "children": []}, {"name": null, "role": "AXStaticText", "description": "Clean working tree using:", "role_description": "text", "value": "Clean working tree using:", "position": "-391.00;-244.00", "size": "156;17", "children": []}, {"name": null, "role": "AXRadioButton", "description": "Stash", "role_description": "radio button", "value": 0, "position": "-391.00;-244.00", "size": "63;25", "children": []}, {"name": null, "role": "AXRadioButton", "description": "Shelve", "role_description": "radio button", "value": 1, "position": "-391.00;-244.00", "size": "69;25", "children": []}, {"name": null, "role": "AXStaticText", "description": "Filter \"Update Project\" information by paths:", "role_description": "text", "value": "Filter \"Update Project\" information by paths:", "position": "-391.00;-244.00", "size": "272;17", "children": []}, {"name": null, "role": "AXMenu", "description": "Paths: All", "role_description": "menu", "value": null, "position": "-391.00;-244.00", "size": "42;25", "children": [{"name": null, "role": "AXMenuItem", "description": "All", "role_description": "menu item", "value": null, "position": "-391.00;-244.00", "size": "15;17", "children": []}]}, {"name": null, "role": "AXStaticText", "description": "Explicitly check for incoming commits on remotes:", "role_description": "text", "value": "Explicitly check for incoming commits on remotes:", "position": "-391.00;-244.00", "size": "308;17", "children": []}, {"name": null, "role": "AXPopUpButton", "description": "Explicitly check for incoming commits on remotes:", "role_description": "pop up button", "value": "Auto", "position": "-391.00;-244.00", "size": "109;34", "children": [{"name": null, "role": "AXPopUpButton", "description": null, "role_description": "pop up button", "value": null, "position": "-391.00;-244.00", "size": "0;0", "children": [{"name": null, "role": "AXMenuItem", "description": null, "role_description": "menu item", "value": null, "position": "-391.00;-244.00", "size": "0;0", "children": [{"name": null, "role": "AXList", "description": "list", "role_description": "list", "value": 0, "position": "-391.00;-244.00", "size": "0;0", "children": [{"name": null, "role": "AXRow", "description": "Auto", "role_description": "row", "value": 0, "position": "-391.00;-244.00", "size": "0;24", "children": [{"name": null, "role": "AXStaticText", "description": "Auto", "role_description": "text", "value": 0, "position": "-391.00;-244.00", "size": "0;24", "children": []}]}, {"name": null, "role": "AXRow", "description": "Always", "role_description": "row", "value": 0, "position": "-391.00;-244.00", "size": "0;24", "children": [{"name": null, "role": "AXStaticText", "description": "Always", "role_description": "text", "value": 0, "position": "-391.00;-244.00", "size": "0;24", "children": []}]}, {"name": null, "role": "AXRow", "description": "Never", "role_description": "row", "value": 0, "position": "-391.00;-244.00", "size": "0;24", "children": [{"name": null, "role": "AXStaticText", "description": "Never", "role_description": "text", "value": 0, "position": "-391.00;-244.00", "size": "0;24", "children": []}]}]}, {"name": null, "role": "AXScrollBar", "description": null, "role_description": "scroll bar", "value": 0, "position": "-391.00;-244.00", "size": "0;0", "children": []}]}]}]}, {"name": null, "role": "AXTextField", "description": "text/html", "role_description": "text field", "value": "\nRequires 'Check for incoming and outgoing commits' option to be enabled in Advanced Settings", "position": "-391.00;-244.00", "size": "0;0", "children": [{"name": null, "role": "AXTextField", "description": "text/html", "role_description": "text field", "value": null, "position": "-391.00;-244.00", "size": "0;0", "children": []}, {"name": null, "role": "AXTextField", "description": "text/html", "role_description": "text field", "value": null, "position": "-391.00;-244.00", "size": "0;0", "children": []}, {"name": null, "role": "AXTextField", "description": "text/html", "role_description": "text field", "value": null, "position": "-391.00;-244.00", "size": "0;0", "children": []}]}, {"name": null, "role": "AXCheckBox", "description": "Use credential helper", "role_description": "checkbox", "value": 0, "position": "-391.00;-244.00", "size": "159;25", "children": []}, {"name": null, "role": "AXStaticText", "description": "Stash", "role_description": "text", "value": "Stash", "position": "-391.00;-244.00", "size": "35;17", "children": []}, {"name": null, "role": "AXCheckBox", "description": "Combine stashes and shelves in one tab", "role_description": "checkbox", "value": 0, "position": "-391.00;-244.00", "size": "276;25", "children": []}, {"name": null, "role": "AXStaticText", "description": "When \"Show Diff\" is called, compare stashed changes:", "role_description": "text", "value": "When \"Show Diff\" is called, compare stashed changes:", "position": "-391.00;-244.00", "size": "336;17", "children": []}, {"name": null, "role": "AXRadioButton", "description": "With the local version of a file", "role_description": "radio button", "value": 1, "position": "-391.00;-244.00", "size": "209;25", "children": []}, {"name": null, "role": "AXRadioButton", "description": "With the parent commit", "role_description": "radio button", "value": 0, "position": "-391.00;-244.00", "size": "172;25", "children": []}, {"name": null, "role": "AXCheckBox", "description": "Activate virtualenv for hooks", "role_description": "checkbox", "value": 1, "position": "-391.00;-244.00", "size": "204;25", "children": []}]}, {"name": null, "role": "AXScrollArea", "description": null, "role_description": "scroll area", "value": 0, "position": "-391.00;-244.00", "size": "711;600", "children": [{"name": null, "role": "AXScrollBar", "description": null, "role_description": "scroll bar", "value": 0, "position": "-391.00;-244.00", "size": "0;0", "children": []}, {"name": null, "role": "AXScrollBar", "description": null, "role_description": "scroll bar", "value": 0, "position": "-391.00;-244.00", "size": "0;0", "children": []}, {"name": null, "role": "AXScrollArea", "description": null, "role_description": "scroll area", "value": 0, "position": "-391.00;-244.00", "size": "677;419", "children": [{"name": null, "role": "AXList", "description": "list", "role_description": "list", "value": 0, "position": "-391.00;-244.00", "size": "677;419", "children": []}, {"name": null, "role": "AXScrollBar", "description": null, "role_description": "scroll bar", "value": 0, "position": "-391.00;-244.00", "size": "0;0", "children": []}, {"name": null, "role": "AXScrollBar", "description": null, "role_description": "scroll bar", "value": 0, "position": "-391.00;-244.00", "size": "0;0", "children": []}]}, {"name": null, "role": "AXGroup", "description": "Action Toolbar", "role_description": "group", "value": 0, "position": "-391.00;-244.00", "size": "677;24", "children": [{"name": null, "role": "AXButton", "description": "Add", "role_description": "button", "value": null, "position": "-391.00;-244.00", "size": "26;24", "children": []}, {"name": null, "role": "AXButton", "description": "Remove", "role_description": "button", "value": null, "position": "-391.00;-244.00", "size": "26;24", "children": []}, {"name": null, "role": "AXButton", "description": "Set as Default", "role_description": "button", "value": null, "position": "-391.00;-244.00", "size": "26;24", "children": []}]}, {"name": null, "role": "AXCheckBox", "description": "Clone git repositories using ssh", "role_description": "checkbox", "value": 0, "position": "-391.00;-244.00", "size": "221;25", "children": []}, {"name": null, "role": "AXCheckBox", "description": "Automatically mark opened files as viewed", "role_description": "checkbox", "value": 1, "position": "-391.00;-244.00", "size": "290;25", "children": []}, {"name": null, "role": "AXCheckBox", "description": "Enable unread markers on Pull Requests in the list", "role_description": "checkbox", "value": 1, "position": "-391.00;-244.00", "size": "334;25", "children": []}, {"name": null, "role": "AXStaticText", "description": "Connection timeout:", "role_description": "text", "value": "Connection timeout:", "position": "-391.00;-244.00", "size": "124;17", "children": []}, {"name": null, "role": "AXTextField", "description": "Connection timeout:", "role_description": "text field", "value": "5", "position": "-391.00;-244.00", "size": "49;34", "children": []}, {"name": null, "role": "AXStaticText", "description": "seconds", "role_description": "text", "value": "seconds", "position": "-391.00;-244.00", "size": "52;17", "children": []}, {"name": null, "role": "AXStaticText", "description": "Credentials will not be saved for future use:", "role_description": "text", "value": "Credentials will not be saved for future use:", "position": "-391.00;-244.00", "size": "288;17", "children": []}, {"name": null, "role": "AXLink", "description": "Configure password store", "role_description": "link", "value": null, "position": "-391.00;-244.00", "size": "162;17", "children": []}]}, {"name": null, "role": "AXScrollArea", "description": null, "role_description": "scroll area", "value": 0, "position": "-391.00;-244.00", "size": "711;600", "children": [{"name": null, "role": "AXScrollBar", "description": null, "role_description": "scroll bar", "value": 0, "position": "-391.00;-244.00", "size": "0;0", "children": []}, {"name": null, "role": "AXScrollBar", "description": null, "role_description": "scroll bar", "value": 0, "position": "-391.00;-244.00", "size": "0;0", "children": []}, {"name": null, "role": "AXScrollArea", "description": null, "role_description": "scroll area", "value": 0, "position": "-391.00;-244.00", "size": "677;517", "children": [{"name": null, "role": "AXList", "description": "list", "role_description": "list", "value": 0, "position": "-391.00;-244.00", "size": "677;517", "children": []}, {"name": null, "role": "AXScrollBar", "description": null, "role_description": "scroll bar", "value": 0, "position": "-391.00;-244.00", "size": "0;0", "children": []}, {"name": null, "role": "AXScrollBar", "description": null, "role_description": "scroll bar", "value": 0, "position": "-391.00;-244.00", "size": "0;0", "children": []}]}, {"name": null, "role": "AXGroup", "description": "Action Toolbar", "role_description": "group", "value": 0, "position": "-391.00;-244.00", "size": "677;24", "children": [{"name": null, "role": "AXButton", "description": "Add", "role_description": "button", "value": null, "position": "-391.00;-244.00", "size": "26;24", "children": []}, {"name": null, "role": "AXButton", "description": "Remove", "role_description": "button", "value": null, "position": "-391.00;-244.00", "size": "26;24", "children": []}, {"name": null, "role": "AXButton", "description": "Set as Default", "role_description": "button", "value": null, "position": "-391.00;-244.00", "size": "26;24", "children": []}]}, {"name": null, "role": "AXCheckBox", "description": "Automatically mark opened files as viewed", "role_description": "checkbox", "value": 0, "position": "-391.00;-244.00", "size": "290;25", "children": []}, {"name": null, "role": "AXStaticText", "description": "Credentials will not be saved for future use:", "role_description": "text", "value": "Credentials will not be saved for future use:", "position": "-391.00;-244.00", "size": "288;17", "children": []}, {"name": null, "role": "AXLink", "description": "Configure password store", "role_description": "link", "value": null, "position": "-391.00;-244.00", "size": "162;17", "children": []}]}, {"name": null, "role": "AXScrollArea", "description": null, "role_description": "scroll area", "value": 0, "position": "-391.00;-244.00", "size": "711;600", "children": [{"name": null, "role": "AXScrollBar", "description": null, "role_description": "scroll bar", "value": 0, "position": "-391.00;-244.00", "size": "0;0", "children": []}, {"name": null, "role": "AXScrollBar", "description": null, "role_description": "scroll bar", "value": 0, "position": "-391.00;-244.00", "size": "0;0", "children": []}, {"name": null, "role": "AXStaticText", "description": "Path to Mercurial executable:", "role_description": "text", "value": "Path to Mercurial executable:", "position": "-391.00;-244.00", "size": "180;17", "children": []}, {"name": null, "role": "AXTextField", "description": "Auto-detected: hg", "role_description": "text field", "value": "", "position": "-391.00;-244.00", "size": "401;34", "children": []}, {"name": null, "role": "AXButton", "description": "Test", "role_description": "button", "value": null, "position": "-391.00;-244.00", "size": "78;34", "children": []}, {"name": null, "role": "AXCheckBox", "description": "Set this path only for the current project", "role_description": "checkbox", "value": 0, "position": "-391.00;-244.00", "size": "275;25", "children": []}, {"name": null, "role": "AXCheckBox", "description": "Check for incoming and outgoing changesets", "role_description": "checkbox", "value": 0, "position": "-391.00;-244.00", "size": "307;25", "children": []}, {"name": null, "role": "AXCheckBox", "description": "Ignore whitespace differences in annotations", "role_description": "checkbox", "value": 1, "position": "-391.00;-244.00", "size": "305;25", "children": []}]}, {"name": null, "role": "AXButton", "description": "Clear Auth Cache", "role_description": "button", "value": null, "position": "-391.00;-244.00", "size": "142;34", "children": []}, {"name": null, "role": "AXStaticText", "description": "Delete all stored credentials for 'http', 'svn' and 'svn+ssh' protocols", "role_description": "text", "value": "Delete all stored credentials for 'http', 'svn' and 'svn+ssh' protocols", "position": "-391.00;-244.00", "size": "348;14", "children": []}, {"name": null, "role": "AXTextField", "description": null, "role_description": "text field", "value": "svn", "position": "-391.00;-244.00", "size": "497;34", "children": []}, {"name": null, "role": "AXStaticText", "description": "Path to Subversion executable:", "role_description": "text", "value": "Path to Subversion executable:", "position": "-391.00;-244.00", "size": "192;17", "children": []}, {"name": null, "role": "AXStaticText", "description": "Emulates the behavior when Subversion commands are executed directly from the terminal (in the interactive mode). This is required to handle password/passphrase prompts for svn+ssh repositories, and trust invalid server certificates for https repositories.", "role_description": "text", "value": "Emulates the behavior when Subversion commands are executed directly from the terminal (in the interactive mode). This is required to handle password/passphrase prompts for svn+ssh repositories, and trust invalid server certificates for https repositories.", "position": "-391.00;-244.00", "size": "470;68", "children": []}, {"name": null, "role": "AXCheckBox", "description": "Use custom configuration directory:", "role_description": "checkbox", "value": 0, "position": "-391.00;-244.00", "size": "249;25", "children": []}, {"name": null, "role": "AXTextField", "description": null, "role_description": "text field", "value": "/Users/[username]/.subversion", "position": "-391.00;-244.00", "size": "440;34", "children": []}, {"name": null, "role": "AXCheckBox", "description": "Enable interactive mode", "role_description": "checkbox", "value": 0, "position": "-391.00;-244.00", "size": "176;25", "children": []}, {"name": null, "role": "AXCheckBox", "description": "Check svn:mergeinfo in target subtree when preparing for merge", "role_description": "checkbox", "value": 0, "position": "-391.00;-244.00", "size": "428;25", "children": []}, {"name": null, "role": "AXCheckBox", "description": "Maximum number of revisions to look back in annotations:", "role_description": "checkbox", "value": 1, "position": "-391.00;-244.00", "size": "385;25", "children": []}, {"name": null, "role": "AXIncrementor", "description": null, "role_description": "stepper", "value": 500, "position": "-391.00;-244.00", "size": "121;34", "children": [{"name": null, "role": "AXTextField", "description": null, "role_description": "text field", "value": "500", "position": "-391.00;-244.00", "size": "77;21", "children": []}]}, {"name": null, "role": "AXCheckBox", "description": "Show merge source in history and annotations", "role_description": "checkbox", "value": 1, "position": "-391.00;-244.00", "size": "313;25", "children": []}, {"name": null, "role": "AXCheckBox", "description": "Ignore whitespace differences in annotations", "role_description": "checkbox", "value": 0, "position": "-391.00;-244.00", "size": "305;25", "children": []}, {"name": null, "role": "AXButton", "description": "Edit Network Options…", "role_description": "button", "value": null, "position": "-391.00;-244.00", "size": "176;34", "children": []}, {"name": null, "role": "AXStaticText", "description": "Edit 'servers' Subversion runtime configuration file", "role_description": "text", "value": "Edit 'servers' Subversion runtime configuration file", "position": "-391.00;-244.00", "size": "261;14", "children": []}, {"name": null, "role": "AXStaticText", "description": "Only HTTP proxy can be used as default", "role_description": "text", "value": "Only HTTP proxy can be used as default", "position": "-391.00;-244.00", "size": "210;14", "children": []}, {"name": null, "role": "AXStaticText", "description": "HTTP timeout:", "role_description": "text", "value": "HTTP timeout:", "position": "-391.00;-244.00", "size": "152;17", "children": []}, {"name": null, "role": "AXIncrementor", "description": null, "role_description": "stepper", "value": 0.0, "position": "-391.00;-244.00", "size": "143;34", "children": [{"name": null, "role": "AXTextField", "description": null, "role_description": "text field", "value": "0", "position": "-391.00;-244.00", "size": "99;21", "children": []}]}, {"name": null, "role": "AXStaticText", "description": "seconds", "role_description": "text", "value": "seconds", "position": "-391.00;-244.00", "size": "52;17", "children": []}, {"name": null, "role": "AXStaticText", "description": "SSH connection timeout:", "role_description": "text", "value": "SSH connection timeout:", "position": "-391.00;-244.00", "size": "152;17", "children": []}, {"name": null, "role": "AXIncrementor", "description": null, "role_description": "stepper", "value": 30.0, "position": "-391.00;-244.00", "size": "143;34", "children": [{"name": null, "role": "AXTextField", "description": null, "role_description": "text field", "value": "30", "position": "-391.00;-244.00", "size": "99;21", "children": []}]}, {"name": null, "role": "AXStaticText", "description": "seconds", "role_description": "text", "value": "seconds", "position": "-391.00;-244.00", "size": "52;17", "children": []}, {"name": null, "role": "AXStaticText", "description": "SSH read timeout:", "role_description": "text", "value": "SSH read timeout:", "position": "-391.00;-244.00", "size": "152;17", "children": []}, {"name": null, "role": "AXIncrementor", "description": null, "role_description": "stepper", "value": 30.0, "position": "-391.00;-244.00", "size": "143;34", "children": [{"name": null, "role": "AXTextField", "description": null, "role_description": "text field", "value": "30", "position": "-391.00;-244.00", "size": "99;21", "children": []}]}, {"name": null, "role": "AXStaticText", "description": "seconds", "role_description": "text", "value": "seconds", "position": "-391.00;-244.00", "size": "52;17", "children": []}, {"name": null, "role": "AXStaticText", "description": "SSL protocols:", "role_description": "text", "value": "SSL protocols:", "position": "-391.00;-244.00", "size": "152;17", "children": []}, {"name": null, "role": "AXRadioButton", "description": "SSLv3", "role_description": "radio button", "value": 0, "position": "-391.00;-244.00", "size": "67;25", "children": []}, {"name": null, "role": "AXRadioButton", "description": "TLSv1", "role_description": "radio button", "value": 0, "position": "-391.00;-244.00", "size": "65;25", "children": []}, {"name": null, "role": "AXRadioButton", "description": "All", "role_description": "radio button", "value": 1, "position": "-391.00;-244.00", "size": "43;25", "children": []}, {"name": null, "role": "AXCheckBox", "description": "Use PyCharm general proxy settings as default for Subversion", "role_description": "checkbox", "value": 0, "position": "-391.00;-244.00", "size": "411;25", "children": []}, {"name": null, "role": "AXLink", "description": "Navigate to general proxy settings", "role_description": "link", "value": null, "position": "-391.00;-244.00", "size": "212;25", "children": []}, {"name": null, "role": "AXRadioButton", "description": "Password", "role_description": "radio button", "value": 0, "position": "-391.00;-244.00", "size": "88;25", "children": []}, {"name": null, "role": "AXRadioButton", "description": "Private key", "role_description": "radio button", "value": 0, "position": "-391.00;-244.00", "size": "97;25", "children": []}, {"name": null, "role": "AXRadioButton", "description": "Subversion config", "role_description": "radio button", "value": 1, "position": "-391.00;-244.00", "size": "139;25", "children": []}, {"name": null, "role": "AXStaticText", "description": "SSH executable:", "role_description": "text", "value": "SSH executable:", "position": "-391.00;-244.00", "size": "101;17", "children": []}, {"name": null, "role": "AXStaticText", "description": "User name:", "role_description": "text", "value": "User name:", "position": "-391.00;-244.00", "size": "70;17", "children": []}, {"name": null, "role": "AXTextField", "description": "User name:", "role_description": "text field", "value": "", "position": "-391.00;-244.00", "size": "568;34", "children": []}, {"name": null, "role": "AXStaticText", "description": "Port:", "role_description": "text", "value": "Port:", "position": "-391.00;-244.00", "size": "29;17", "children": []}, {"name": null, "role": "AXIncrementor", "description": null, "role_description": "stepper", "value": 22, "position": "-391.00;-244.00", "size": "99;34", "children": [{"name": null, "role": "AXTextField", "description": null, "role_description": "text field", "value": "22", "position": "-391.00;-244.00", "size": "55;21", "children": []}]}, {"name": null, "role": "AXTextField", "description": "ssh", "role_description": "text field", "value": "", "position": "-391.00;-244.00", "size": "534;34", "children": []}, {"name": null, "role": "AXButton", "description": "", "role_description": "button", "value": null, "position": "-391.00;-244.00", "size": "34;34", "children": []}, {"name": null, "role": "AXStaticText", "description": "Path:", "role_description": "text", "value": "Path:", "position": "-391.00;-244.00", "size": "32;17", "children": []}, {"name": null, "role": "AXTextField", "description": null, "role_description": "text field", "value": "", "position": "-391.00;-244.00", "size": "607;34", "children": []}, {"name": null, "role": "AXStaticText", "description": "SSH tunnel:", "role_description": "text", "value": "SSH tunnel:", "position": "-391.00;-244.00", "size": "72;17", "children": []}, {"name": null, "role": "AXTextField", "description": "$SVN_SSH ssh -q", "role_description": "text field", "value": "", "position": "-391.00;-244.00", "size": "478;34", "children": []}, {"name": null, "role": "AXButton", "description": "Update", "role_description": "button", "value": null, "position": "-391.00;-244.00", "size": "79;34", "children": []}, {"name": null, "role": "AXStaticText", "description": "SVN_SSH:", "role_description": "text", "value": "SVN_SSH:", "position": "-391.00;-244.00", "size": "63;17", "children": []}, {"name": null, "role": "AXTextField", "description": null, "role_description": "text field", "value": "", "position": "-391.00;-244.00", "size": "478;34", "children": []}, {"name": null, "role": "AXScrollArea", "description": null, "role_description": "scroll area", "value": 0, "position": "-391.00;-244.00", "size": "711;600", "children": [{"name": null, "role": "AXStaticText", "description": "Project Settings", "role_description": "text", "value": "Project Settings", "position": "-391.00;-244.00", "size": "98;17", "children": []}, {"name": null, "role": "AXLink", "description": "Python Interpreter", "role_description": "link", "value": null, "position": "-391.00;-244.00", "size": "115;17", "children": []}, {"name": null, "role": "AXLink", "description": "Project Structure", "role_description": "link", "value": null, "position": "-391.00;-244.00", "size": "106;17", "children": []}, {"name": null, "role": "AXScrollBar", "description": null, "role_description": "scroll bar", "value": 0, "position": "-391.00;-244.00", "size": "0;0", "children": []}, {"name": null, "role": "AXScrollBar", "description": null, "role_description": "scroll bar", "value": 0, "position": "-391.00;-244.00", "size": "0;0", "children": []}]}, {"name": null, "role": "AXStaticText", "description": "Python Interpreter:", "role_description": "text", "value": "Python Interpreter:", "position": "-391.00;-244.00", "size": "116;17", "children": []}, {"name": null, "role": "AXPopUpButton", "description": "Python Interpreter:", "role_description": "pop up button", "value": null, "position": "-391.00;-244.00", "size": "440;34", "children": [{"name": null, "role": "AXPopUpButton", "description": null, "role_description": "pop up button", "value": null, "position": "-391.00;-244.00", "size": "0;0", "children": [{"name": null, "role": "AXMenuItem", "description": null, "role_description": "menu item", "value": null, "position": "-391.00;-244.00", "size": "0;0", "children": [{"name": null, "role": "AXList", "description": "list", "role_description": "list", "value": 0, "position": "-391.00;-244.00", "size": "0;0", "children": [{"name": null, "role": "AXRow", "description": "<No interpreter>", "role_description": "row", "value": 0, "position": "-391.00;-244.00", "size": "0;24", "children": [{"name": null, "role": "AXStaticText", "description": "<No interpreter>", "role_description": "text", "value": 0, "position": "-391.00;-244.00", "size": "0;24", "children": []}]}, {"name": null, "role": "AXRow", "description": null, "role_description": "row", "value": 0, "position": "-391.00;-244.00", "size": "0;24", "children": [{"name": null, "role": "JavaAxIgnore", "description": null, "role_description": "JavaAxIgnore", "value": 0, "position": "-391.00;-244.00", "size": "0;24", "children": [{"name": null, "role": "AXStaticText", "description": null, "role_description": "text", "value": null, "position": "-391.00;-244.00", "size": "0;0", "children": []}]}]}, {"name": null, "role": "AXRow", "description": "/Users/[username]/miniconda3 ~/miniconda3/bin/python", "role_description": "row", "value": 0, "position": "-391.00;-244.00", "size": "0;24", "children": [{"name": null, "role": "AXStaticText", "description": "/Users/[username]/miniconda3 ~/miniconda3/bin/python", "role_description": "text", "value": 0, "position": "-391.00;-244.00", "size": "0;24", "children": []}]}, {"name": null, "role": "AXRow", "description": null, "role_description": "row", "value": 0, "position": "-391.00;-244.00", "size": "0;24", "children": [{"name": null, "role": "JavaAxIgnore", "description": null, "role_description": "JavaAxIgnore", "value": 0, "position": "-391.00;-244.00", "size": "0;24", "children": [{"name": null, "role": "AXStaticText", "description": null, "role_description": "text", "value": null, "position": "-391.00;-244.00", "size": "0;0", "children": []}]}]}, {"name": null, "role": "AXRow", "description": "Show All…", "role_description": "row", "value": 0, "position": "-391.00;-244.00", "size": "0;24", "children": [{"name": null, "role": "AXStaticText", "description": "Show All…", "role_description": "text", "value": 0, "position": "-391.00;-244.00", "size": "0;24", "children": []}]}]}, {"name": null, "role": "AXScrollBar", "description": null, "role_description": "scroll bar", "value": 0, "position": "-391.00;-244.00", "size": "0;0", "children": []}]}]}]}, {"name": null, "role": "AXLink", "description": "Add Interpreter", "role_description": "link", "value": null, "position": "-391.00;-244.00", "size": "113;17", "children": []}, {"name": null, "role": "AXStaticText", "description": "Try the redesigned packaging support in Python Packages tool window.", "role_description": "text", "value": "Try the redesigned packaging support in Python Packages tool window.", "position": "-391.00;-244.00", "size": "517;17", "children": []}, {"name": null, "role": "AXLink", "description": "Go to tool window", "role_description": "link", "value": null, "position": "-391.00;-244.00", "size": "116;17", "children": []}, {"name": null, "role": "AXButton", "description": "Don't ask again", "role_description": "button", "value": null, "position": "-391.00;-244.00", "size": "16;17", "children": []}, {"name": null, "role": "AXScrollArea", "description": null, "role_description": "scroll area", "value": 0, "position": "-391.00;-244.00", "size": "673;473", "children": [{"name": null, "role": "AXScrollBar", "description": null, "role_description": "scroll bar", "value": 0, "position": "-391.00;-244.00", "size": "14;448", "children": []}, {"name": null, "role": "AXScrollBar", "description": null, "role_description": "scroll bar", "value": 0, "position": "-391.00;-244.00", "size": "0;0", "children": []}, {"name": null, "role": "AXStaticText", "description": "Package", "role_description": "text", "value": "Package", "position": "-391.00;-244.00", "size": "224;0", "children": []}, {"name": null, "role": "AXStaticText", "description": "Version", "role_description": "text", "value": "Version", "position": "-391.00;-244.00", "size": "225;0", "children": []}, {"name": null, "role": "AXStaticText", "description": "Latest version", "role_description": "text", "value": "Latest version", "position": "-391.00;-244.00", "size": "224;0", "children": []}, {"name": null, "role": "AXTable", "description": "table", "role_description": "table", "value": 0, "position": "-391.00;-244.00", "size": "673;1491", "children": [{"name": null, "role": "AXRow", "description": "anaconda-anon-usage, 0.4.4, 0.4.4", "role_description": "row", "value": 0, "position": "-391.00;-244.00", "size": "673;21", "children": [{"name": null, "role": "AXCell", "description": "anaconda-anon-usage", "role_description": "cell", "value": 0, "position": "-391.00;-244.00", "size": "224;21", "children": [{"name": null, "role": "AXStaticText", "description": "anaconda-anon-usage", "role_description": "text", "value": 0, "position": "-391.00;-244.00", "size": "224;21", "children": []}]}, {"name": null, "role": "AXCell", "description": "0.4.4", "role_description": "cell", "value": 0, "position": "-391.00;-244.00", "size": "225;21", "children": [{"name": null, "role": "AXStaticText", "description": "0.4.4", "role_description": "text", "value": 0, "position": "-391.00;-244.00", "size": "225;21", "children": []}]}, {"name": null, "role": "AXCell", "description": "0.4.4", "role_description": "cell", "value": 0, "position": "-391.00;-244.00", "size": "224;21", "children": [{"name": null, "role": "AXStaticText", "description": "0.4.4", "role_description": "text", "value": 0, "position": "-391.00;-244.00", "size": "224;21", "children": []}]}]}, {"name": null, "role": "AXRow", "description": "archspec, 0.2.3, 0.2.3", "role_description": "row", "value": 0, "position": "-391.00;-244.00", "size": "673;21", "children": [{"name": null, "role": "AXCell", "description": "archspec", "role_description": "cell", "value": 0, "position": "-391.00;-244.00", "size": "224;21", "children": [{"name": null, "role": "AXStaticText", "description": "archspec", "role_description": "text", "value": 0, "position": "-391.00;-244.00", "size": "224;21", "children": []}]}, {"name": null, "role": "AXCell", "description": "0.2.3", "role_description": "cell", "value": 0, "position": "-391.00;-244.00", "size": "225;21", "children": [{"name": null, "role": "AXStaticText", "description": "0.2.3", "role_description": "text", "value": 0, "position": "-391.00;-244.00", "size": "225;21", "children": []}]}, {"name": null, "role": "AXCell", "description": "0.2.3", "role_description": "cell", "value": 0, "position": "-391.00;-244.00", "size": "224;21", "children": [{"name": null, "role": "AXStaticText", "description": "0.2.3", "role_description": "text", "value": 0, "position": "-391.00;-244.00", "size": "224;21", "children": []}]}]}, {"name": null, "role": "AXRow", "description": "boltons, 23.0.0, 23.0.0", "role_description": "row", "value": 0, "position": "-391.00;-244.00", "size": "673;21", "children": [{"name": null, "role": "AXCell", "description": "boltons", "role_description": "cell", "value": 0, "position": "-391.00;-244.00", "size": "224;21", "children": [{"name": null, "role": "AXStaticText", "description": "boltons", "role_description": "text", "value": 0, "position": "-391.00;-244.00", "size": "224;21", "children": []}]}, {"name": null, "role": "AXCell", "description": "23.0.0", "role_description": "cell", "value": 0, "position": "-391.00;-244.00", "size": "225;21", "children": [{"name": null, "role": "AXStaticText", "description": "23.0.0", "role_description": "text", "value": 0, "position": "-391.00;-244.00", "size": "225;21", "children": []}]}, {"name": null, "role": "AXCell", "description": "23.0.0", "role_description": "cell", "value": 0, "position": "-391.00;-244.00", "size": "224;21", "children": [{"name": null, "role": "AXStaticText", "description": "23.0.0", "role_description": "text", "value": 0, "position": "-391.00;-244.00", "size": "224;21", "children": []}]}]}, {"name": null, "role": "AXRow", "description": "brotli-python, 1.0.9, 1.0.9", "role_description": "row", "value": 0, "position": "-391.00;-244.00", "size": "673;21", "children": [{"name": null, "role": "AXCell", "description": "brotli-python", "role_description": "cell", "value": 0, "position": "-391.00;-244.00", "size": "224;21", "children": [{"name": null, "role": "AXStaticText", "description": "brotli-python", "role_description": "text", "value": 0, "position": "-391.00;-244.00", "size": "224;21", "children": []}]}, {"name": null, "role": "AXCell", "description": "1.0.9", "role_description": "cell", "value": 0, "position": "-391.00;-244.00", "size": "225;21", "children": [{"name": null, "role": "AXStaticText", "description": "1.0.9", "role_description": "text", "value": 0, "position": "-391.00;-244.00", "size": "225;21", "children": []}]}, {"name": null, "role": "AXCell", "description": "1.0.9", "role_description": "cell", "value": 0, "position": "-391.00;-244.00", "size": "224;21", "children": [{"name": null, "role": "AXStaticText", "description": "1.0.9", "role_description": "text", "value": 0, "position": "-391.00;-244.00", "size": "224;21", "children": []}]}]}, {"name": null, "role": "AXRow", "description": "bzip2, 1.0.8, 1.0.8", "role_description": "row", "value": 0, "position": "-391.00;-244.00", "size": "673;21", "children": [{"name": null, "role": "AXCell", "description": "bzip2", "role_description": "cell", "value": 0, "position": "-391.00;-244.00", "size": "224;21", "children": [{"name": null, "role": "AXStaticText", "description": "bzip2", "role_description": "text", "value": 0, "position": "-391.00;-244.00", "size": "224;21", "children": []}]}, {"name": null, "role": "AXCell", "description": "1.0.8", "role_description": "cell", "value": 0, "position": "-391.00;-244.00", "size": "225;21", "children": [{"name": null, "role": "AXStaticText", "description": "1.0.8", "role_description": "text", "value": 0, "position": "-391.00;-244.00", "size": "225;21", "children": []}]}, {"name": null, "role": "AXCell", "description": "1.0.8", "role_description": "cell", "value": 0, "position": "-391.00;-244.00", "size": "224;21", "children": [{"name": null, "role": "AXStaticText", "description": "1.0.8", "role_description": "text", "value": 0, "position": "-391.00;-244.00", "size": "224;21", "children": []}]}]}, {"name": null, "role": "AXRow", "description": "c-ares, 1.19.1, 1.19.1", "role_description": "row", "value": 0, "position": "-391.00;-244.00", "size": "673;21", "children": [{"name": null, "role": "AXCell", "description": "c-ares", "role_description": "cell", "value": 0, "position": "-391.00;-244.00", "size": "224;21", "children": [{"name": null, "role": "AXStaticText", "description": "c-ares", "role_description": "text", "value": 0, "position": "-391.00;-244.00", "size": "224;21", "children": []}]}, {"name": null, "role": "AXCell", "description": "1.19.1", "role_description": "cell", "value": 0, "position": "-391.00;-244.00", "size": "225;21", "children": [{"name": null, "role": "AXStaticText", "description": "1.19.1", "role_description": "text", "value": 0, "position": "-391.00;-244.00", "size": "225;21", "children": []}]}, {"name": null, "role": "AXCell", "description": "1.19.1", "role_description": "cell", "value": 0, "position": "-391.00;-244.00", "size": "224;21", "children": [{"name": null, "role": "AXStaticText", "description": "1.19.1", "role_description": "text", "value": 0, "position": "-391.00;-244.00", "size": "224;21", "children": []}]}]}, {"name": null, "role": "AXRow", "description": "ca-certificates, 2024.3.11, 2024.7.2", "role_description": "row", "value": 0, "position": "-391.00;-244.00", "size": "673;21", "children": [{"name": null, "role": "AXCell", "description": "ca-certificates", "role_description": "cell", "value": 0, "position": "-391.00;-244.00", "size": "224;21", "children": [{"name": null, "role": "AXStaticText", "description": "ca-certificates", "role_description": "text", "value": 0, "position": "-391.00;-244.00", "size": "224;21", "children": []}]}, {"name": null, "role": "AXCell", "description": "2024.3.11", "role_description": "cell", "value": 0, "position": "-391.00;-244.00", "size": "225;21", "children": [{"name": null, "role": "AXStaticText", "description": "2024.3.11", "role_description": "text", "value": 0, "position": "-391.00;-244.00", "size": "225;21", "children": []}]}, {"name": null, "role": "AXCell", "description": "2024.7.2", "role_description": "cell", "value": 0, "position": "-391.00;-244.00", "size": "224;21", "children": [{"name": null, "role": "AXStaticText", "description": "2024.7.2", "role_description": "text", "value": 0, "position": "-391.00;-244.00", "size": "224;21", "children": []}]}]}, {"name": null, "role": "AXRow", "description": "certifi, 2024.6.2, 2024.7.4", "role_description": "row", "value": 0, "position": "-391.00;-244.00", "size": "673;21", "children": [{"name": null, "role": "AXCell", "description": "certifi", "role_description": "cell", "value": 0, "position": "-391.00;-244.00", "size": "224;21", "children": [{"name": null, "role": "AXStaticText", "description": "certifi", "role_description": "text", "value": 0, "position": "-391.00;-244.00", "size": "224;21", "children": []}]}, {"name": null, "role": "AXCell", "description": "2024.6.2", "role_description": "cell", "value": 0, "position": "-391.00;-244.00", "size": "225;21", "children": [{"name": null, "role": "AXStaticText", "description": "2024.6.2", "role_description": "text", "value": 0, "position": "-391.00;-244.00", "size": "225;21", "children": []}]}, {"name": null, "role": "AXCell", "description": "2024.7.4", "role_description": "cell", "value": 0, "position": "-391.00;-244.00", "size": "224;21", "children": [{"name": null, "role": "AXStaticText", "description": "2024.7.4", "role_description": "text", "value": 0, "position": "-391.00;-244.00", "size": "224;21", "children": []}]}]}, {"name": null, "role": "AXRow", "description": "cffi, 1.16.0, 1.16.0", "role_description": "row", "value": 0, "position": "-391.00;-244.00", "size": "673;21", "children": [{"name": null, "role": "AXCell", "description": "cffi", "role_description": "cell", "value": 0, "position": "-391.00;-244.00", "size": "224;21", "children": [{"name": null, "role": "AXStaticText", "description": "cffi", "role_description": "text", "value": 0, "position": "-391.00;-244.00", "size": "224;21", "children": []}]}, {"name": null, "role": "AXCell", "description": "1.16.0", "role_description": "cell", "value": 0, "position": "-391.00;-244.00", "size": "225;21", "children": [{"name": null, "role": "AXStaticText", "description": "1.16.0", "role_description": "text", "value": 0, "position": "-391.00;-244.00", "size": "225;21", "children": []}]}, {"name": null, "role": "AXCell", "description": "1.16.0", "role_description": "cell", "value": 0, "position": "-391.00;-244.00", "size": "224;21", "children": [{"name": null, "role": "AXStaticText", "description": "1.16.0", "role_description": "text", "value": 0, "position": "-391.00;-244.00", "size": "224;21", "children": []}]}]}, {"name": null, "role": "AXRow", "description": "charset-normalizer, 2.0.4, 3.3.2", "role_description": "row", "value": 0, "position": "-391.00;-244.00", "size": "673;21", "children": [{"name": null, "role": "AXCell", "description": "charset-normalizer", "role_description": "cell", "value": 0, "position": "-391.00;-244.00", "size": "224;21", "children": [{"name": null, "role": "AXStaticText", "description": "charset-normalizer", "role_description": "text", "value": 0, "position": "-391.00;-244.00", "size": "224;21", "children": []}]}, {"name": null, "role": "AXCell", "description": "2.0.4", "role_description": "cell", "value": 0, "position": "-391.00;-244.00", "size": "225;21", "children": [{"name": null, "role": "AXStaticText", "description": "2.0.4", "role_description": "text", "value": 0, "position": "-391.00;-244.00", "size": "225;21", "children": []}]}, {"name": null, "role": "AXCell", "description": "3.3.2", "role_description": "cell", "value": 0, "position": "-391.00;-244.00", "size": "224;21", "children": [{"name": null, "role": "AXStaticText", "description": "3.3.2", "role_description": "text", "value": 0, "position": "-391.00;-244.00", "size": "224;21", "children": []}]}]}, {"name": null, "role": "AXRow", "description": "conda, 24.5.0, 24.7.1", "role_description": "row", "value": 0, "position": "-391.00;-244.00", "size": "673;21", "children": [{"name": null, "role": "AXCell", "description": "conda", "role_description": "cell", "value": 0, "position": "-391.00;-244.00", "size": "224;21", "children": [{"name": null, "role": "AXStaticText", "description": "conda", "role_description": "text", "value": 0, "position": "-391.00;-244.00", "size": "224;21", "children": []}]}, {"name": null, "role": "AXCell", "description": "24.5.0", "role_description": "cell", "value": 0, "position": "-391.00;-244.00", "size": "225;21", "children": [{"name": null, "role": "AXStaticText", "description": "24.5.0", "role_description": "text", "value": 0, "position": "-391.00;-244.00", "size": "225;21", "children": []}]}, {"name": null, "role": "AXCell", "description": "24.7.1", "role_description": "cell", "value": 0, "position": "-391.00;-244.00", "size": "224;21", "children": [{"name": null, "role": "AXStaticText", "description": "24.7.1", "role_description": "text", "value": 0, "position": "-391.00;-244.00", "size": "224;21", "children": []}]}]}, {"name": null, "role": "AXRow", "description": "conda-content-trust, 0.2.0, 0.2.0", "role_description": "row", "value": 0, "position": "-391.00;-244.00", "size": "673;21", "children": [{"name": null, "role": "AXCell", "description": "conda-content-trust", "role_description": "cell", "value": 0, "position": "-391.00;-244.00", "size": "224;21", "children": [{"name": null, "role": "AXStaticText", "description": "conda-content-trust", "role_description": "text", "value": 0, "position": "-391.00;-244.00", "size": "224;21", "children": []}]}, {"name": null, "role": "AXCell", "description": "0.2.0", "role_description": "cell", "value": 0, "position": "-391.00;-244.00", "size": "225;21", "children": [{"name": null, "role": "AXStaticText", "description": "0.2.0", "role_description": "text", "value": 0, "position": "-391.00;-244.00", "size": "225;21", "children": []}]}, {"name": null, "role": "AXCell", "description": "0.2.0", "role_description": "cell", "value": 0, "position": "-391.00;-244.00", "size": "224;21", "children": [{"name": null, "role": "AXStaticText", "description": "0.2.0", "role_description": "text", "value": 0, "position": "-391.00;-244.00", "size": "224;21", "children": []}]}]}, {"name": null, "role": "AXRow", "description": "conda-libmamba-solver, 24.1.0, 24.7.0", "role_description": "row", "value": 0, "position": "-391.00;-244.00", "size": "673;21", "children": [{"name": null, "role": "AXCell", "description": "conda-libmamba-solver", "role_description": "cell", "value": 0, "position": "-391.00;-244.00", "size": "224;21", "children": [{"name": null, "role": "AXStaticText", "description": "conda-libmamba-solver", "role_description": "text", "value": 0, "position": "-391.00;-244.00", "size": "224;21", "children": []}]}, {"name": null, "role": "AXCell", "description": "24.1.0", "role_description": "cell", "value": 0, "position": "-391.00;-244.00", "size": "225;21", "children": [{"name": null, "role": "AXStaticText", "description": "24.1.0", "role_description": "text", "value": 0, "position": "-391.00;-244.00", "size": "225;21", "children": []}]}, {"name": null, "role": "AXCell", "description": "24.7.0", "role_description": "cell", "value": 0, "position": "-391.00;-244.00", "size": "224;21", "children": [{"name": null, "role": "AXStaticText", "description": "24.7.0", "role_description": "text", "value": 0, "position": "-391.00;-244.00", "size": "224;21", "children": []}]}]}, {"name": null, "role": "AXRow", "description": "conda-package-handling, 2.3.0, 2.3.0", "role_description": "row", "value": 0, "position": "-391.00;-244.00", "size": "673;21", "children": [{"name": null, "role": "AXCell", "description": "conda-package-handling", "role_description": "cell", "value": 0, "position": "-391.00;-244.00", "size": "224;21", "children": [{"name": null, "role": "AXStaticText", "description": "conda-package-handling", "role_description": "text", "value": 0, "position": "-391.00;-244.00", "size": "224;21", "children": []}]}, {"name": null, "role": "AXCell", "description": "2.3.0", "role_description": "cell", "value": 0, "position": "-391.00;-244.00", "size": "225;21", "children": [{"name": null, "role": "AXStaticText", "description": "2.3.0", "role_description": "text", "value": 0, "position": "-391.00;-244.00", "size": "225;21", "children": []}]}, {"name": null, "role": "AXCell", "description": "2.3.0", "role_description": "cell", "value": 0, "position": "-391.00;-244.00", "size": "224;21", "children": [{"name": null, "role": "AXStaticText", "description": "2.3.0", "role_description": "text", "value": 0, "position": "-391.00;-244.00", "size": "224;21", "children": []}]}]}, {"name": null, "role": "AXRow", "description": "conda-package-streaming, 0.10.0, 0.10.0", "role_description": "row", "value": 0, "position": "-391.00;-244.00", "size": "673;21", "children": [{"name": null, "role": "AXCell", "description": "conda-package-streaming", "role_description": "cell", "value": 0, "position": "-391.00;-244.00", "size": "224;21", "children": [{"name": null, "role": "AXStaticText", "description": "conda-package-streaming", "role_description": "text", "value": 0, "position": "-391.00;-244.00", "size": "224;21", "children": []}]}, {"name": null, "role": "AXCell", "description": "0.10.0", "role_description": "cell", "value": 0, "position": "-391.00;-244.00", "size": "225;21", "children": [{"name": null, "role": "AXStaticText", "description": "0.10.0", "role_description": "text", "value": 0, "position": "-391.00;-244.00", "size": "225;21", "children": []}]}, {"name": null, "role": "AXCell", "description": "0.10.0", "role_description": "cell", "value": 0, "position": "-391.00;-244.00", "size": "224;21", "children": [{"name": null, "role": "AXStaticText", "description": "0.10.0", "role_description": "text", "value": 0, "position": "-391.00;-244.00", "size": "224;21", "children": []}]}]}, {"name": null, "role": "AXRow", "description": "cryptography, 42.0.5, 42.0.5", "role_description": "row", "value": 0, "position": "-391.00;-244.00", "size": "673;21", "children": [{"name": null, "role": "AXCell", "description": "cryptography", "role_description": "cell", "value": 0, "position": "-391.00;-244.00", "size": "224;21", "children": [{"name": null, "role": "AXStaticText", "description": "cryptography", "role_description": "text", "value": 0, "position": "-391.00;-244.00", "size": "224;21", "children": []}]}, {"name": null, "role": "AXCell", "description": "42.0.5", "role_description": "cell", "value": 0, "position": "-391.00;-244.00", "size": "225;21", "children": [{"name": null, "role": "AXStaticText", "description": "42.0.5", "role_description": "text", "value": 0, "position": "-391.00;-244.00", "size": "225;21", "children": []}]}, {"name": null, "role": "AXCell", "description": "42.0.5", "role_description": "cell", "value": 0, "position": "-391.00;-244.00", "size": "224;21", "children": [{"name": null, "role": "AXStaticText", "description": "42.0.5", "role_description": "text", "value": 0, "position": "-391.00;-244.00", "size": "224;21", "children": []}]}]}, {"name": null, "role": "AXRow", "description": "distro, 1.9.0, 1.9.0", "role_description": "row", "value": 0, "position": "-391.00;-244.00", "size": "673;21", "children": [{"name": null, "role": "AXCell", "description": "distro", "role_description": "cell", "value": 0, "position": "-391.00;-244.00", "size": "224;21", "children": [{"name": null, "role": "AXStaticText", "description": "distro", "role_description": "text", "value": 0, "position": "-391.00;-244.00", "size": "224;21", "children": []}]}, {"name": null, "role": "AXCell", "description": "1.9.0", "role_description": "cell", "value": 0, "position": "-391.00;-244.00", "size": "225;21", "children": [{"name": null, "role": "AXStaticText", "description": "1.9.0", "role_description": "text", "value": 0, "position": "-391.00;-244.00", "size": "225;21", "children": []}]}, {"name": null, "role": "AXCell", "description": "1.9.0", "role_description": "cell", "value": 0, "position": "-391.00;-244.00", "size": "224;21", "children": [{"name": null, "role": "AXStaticText", "description": "1.9.0", "role_description": "text", "value": 0, "position": "-391.00;-244.00", "size": "224;21", "children": []}]}]}, {"name": null, "role": "AXRow", "description": "expat, 2.6.2, 2.6.2", "role_description": "row", "value": 0, "position": "-391.00;-244.00", "size": "673;21", "children": [{"name": null, "role": "AXCell", "description": "expat", "role_description": "cell", "value": 0, "position": "-391.00;-244.00", "size": "224;21", "children": [{"name": null, "role": "AXStaticText", "description": "expat", "role_description": "text", "value": 0, "position": "-391.00;-244.00", "size": "224;21", "children": []}]}, {"name": null, "role": "AXCell", "description": "2.6.2", "role_description": "cell", "value": 0, "position": "-391.00;-244.00", "size": "225;21", "children": [{"name": null, "role": "AXStaticText", "description": "2.6.2", "role_description": "text", "value": 0, "position": "-391.00;-244.00", "size": "225;21", "children": []}]}, {"name": null, "role": "AXCell", "description": "2.6.2", "role_description": "cell", "value": 0, "position": "-391.00;-244.00", "size": "224;21", "children": [{"name": null, "role": "AXStaticText", "description": "2.6.2", "role_description": "text", "value": 0, "position": "-391.00;-244.00", "size": "224;21", "children": []}]}]}, {"name": null, "role": "AXRow", "description": "fmt, 9.1.0, 9.1.0", "role_description": "row", "value": 0, "position": "-391.00;-244.00", "size": "673;21", "children": [{"name": null, "role": "AXCell", "description": "fmt", "role_description": "cell", "value": 0, "position": "-391.00;-244.00", "size": "224;21", "children": [{"name": null, "role": "AXStaticText", "description": "fmt", "role_description": "text", "value": 0, "position": "-391.00;-244.00", "size": "224;21", "children": []}]}, {"name": null, "role": "AXCell", "description": "9.1.0", "role_description": "cell", "value": 0, "position": "-391.00;-244.00", "size": "225;21", "children": [{"name": null, "role": "AXStaticText", "description": "9.1.0", "role_description": "text", "value": 0, "position": "-391.00;-244.00", "size": "225;21", "children": []}]}, {"name": null, "role": "AXCell", "description": "9.1.0", "role_description": "cell", "value": 0, "position": "-391.00;-244.00", "size": "224;21", "children": [{"name": null, "role": "AXStaticText", "description": "9.1.0", "role_description": "text", "value": 0, "position": "-391.00;-244.00", "size": "224;21", "children": []}]}]}, {"name": null, "role": "AXRow", "description": "frozendict, 2.4.2, 2.4.2", "role_description": "row", "value": 0, "position": "-391.00;-244.00", "size": "673;21", "children": [{"name": null, "role": "AXCell", "description": "frozendict", "role_description": "cell", "value": 0, "position": "-391.00;-244.00", "size": "224;21", "children": [{"name": null, "role": "AXStaticText", "description": "frozendict", "role_description": "text", "value": 0, "position": "-391.00;-244.00", "size": "224;21", "children": []}]}, {"name": null, "role": "AXCell", "description": "2.4.2", "role_description": "cell", "value": 0, "position": "-391.00;-244.00", "size": "225;21", "children": [{"name": null, "role": "AXStaticText", "description": "2.4.2", "role_description": "text", "value": 0, "position": "-391.00;-244.00", "size": "225;21", "children": []}]}, {"name": null, "role": "AXCell", "description": "2.4.2", "role_description": "cell", "value": 0, "position": "-391.00;-244.00", "size": "224;21", "children": [{"name": null, "role": "AXStaticText", "description": "2.4.2", "role_description": "text", "value": 0, "position": "-391.00;-244.00", "size": "224;21", "children": []}]}]}, {"name": null, "role": "AXRow", "description": "icu, 73.1, 73.1", "role_description": "row", "value": 0, "position": "-391.00;-244.00", "size": "673;21", "children": [{"name": null, "role": "AXCell", "description": "icu", "role_description": "cell", "value": 0, "position": "-391.00;-244.00", "size": "224;21", "children": [{"name": null, "role": "AXStaticText", "description": "icu", "role_description": "text", "value": 0, "position": "-391.00;-244.00", "size": "224;21", "children": []}]}, {"name": null, "role": "AXCell", "description": "73.1", "role_description": "cell", "value": 0, "position": "-391.00;-244.00", "size": "225;21", "children": [{"name": null, "role": "AXStaticText", "description": "73.1", "role_description": "text", "value": 0, "position": "-391.00;-244.00", "size": "225;21", "children": []}]}, {"name": null, "role": "AXCell", "description": "73.1", "role_description": "cell", "value": 0, "position": "-391.00;-244.00", "size": "224;21", "children": [{"name": null, "role": "AXStaticText", "description": "73.1", "role_description": "text", "value": 0, "position": "-391.00;-244.00", "size": "224;21", "children": []}]}]}, {"name": null, "role": "AXRow", "description": "idna, 3.7, 3.7", "role_description": "row", "value": 0, "position": "-391.00;-244.00", "size": "673;21", "children": [{"name": null, "role": "AXCell", "description": "idna", "role_description": "cell", "value": 0, "position": "-391.00;-244.00", "size": "224;21", "children": [{"name": null, "role": "AXStaticText", "description": "idna", "role_description": "text", "value": 0, "position": "-391.00;-244.00", "size": "224;21", "children": []}]}, {"name": null, "role": "AXCell", "description": "3.7", "role_description": "cell", "value": 0, "position": "-391.00;-244.00", "size": "225;21", "children": [{"name": null, "role": "AXStaticText", "description": "3.7", "role_description": "text", "value": 0, "position": "-391.00;-244.00", "size": "225;21", "children": []}]}, {"name": null, "role": "AXCell", "description": "3.7", "role_description": "cell", "value": 0, "position": "-391.00;-244.00", "size": "224;21", "children": [{"name": null, "role": "AXStaticText", "description": "3.7", "role_description": "text", "value": 0, "position": "-391.00;-244.00", "size": "224;21", "children": []}]}]}, {"name": null, "role": "AXRow", "description": "jsonpatch, 1.33, 1.33", "role_description": "row", "value": 0, "position": "-391.00;-244.00", "size": "673;21", "children": [{"name": null, "role": "AXCell", "description": "jsonpatch", "role_description": "cell", "value": 0, "position": "-391.00;-244.00", "size": "224;21", "children": [{"name": null, "role": "AXStaticText", "description": "jsonpatch", "role_description": "text", "value": 0, "position": "-391.00;-244.00", "size": "224;21", "children": []}]}, {"name": null, "role": "AXCell", "description": "1.33", "role_description": "cell", "value": 0, "position": "-391.00;-244.00", "size": "225;21", "children": [{"name": null, "role": "AXStaticText", "description": "1.33", "role_description": "text", "value": 0, "position": "-391.00;-244.00", "size": "225;21", "children": []}]}, {"name": null, "role": "AXCell", "description": "1.33", "role_description": "cell", "value": 0, "position": "-391.00;-244.00", "size": "224;21", "children": [{"name": null, "role": "AXStaticText", "description": "1.33", "role_description": "text", "value": 0, "position": "-391.00;-244.00", "size": "224;21", "children": []}]}]}, {"name": null, "role": "AXRow", "description": "jsonpointer, 2.1, 2.1", "role_description": "row", "value": 0, "position": "-391.00;-244.00", "size": "673;21", "children": [{"name": null, "role": "AXCell", "description": "jsonpointer", "role_description": "cell", "value": 0, "position": "-391.00;-244.00", "size": "224;21", "children": [{"name": null, "role": "AXStaticText", "description": "jsonpointer", "role_description": "text", "value": 0, "position": "-391.00;-244.00", "size": "224;21", "children": []}]}, {"name": null, "role": "AXCell", "description": "2.1", "role_description": "cell", "value": 0, "position": "-391.00;-244.00", "size": "225;21", "children": [{"name": null, "role": "AXStaticText", "description": "2.1", "role_description": "text", "value": 0, "position": "-391.00;-244.00", "size": "225;21", "children": []}]}, {"name": null, "role": "AXCell", "description": "2.1", "role_description": "cell", "value": 0, "position": "-391.00;-244.00", "size": "224;21", "children": [{"name": null, "role": "AXStaticText", "description": "2.1", "role_description": "text", "value": 0, "position": "-391.00;-244.00", "size": "224;21", "children": []}]}]}, {"name": null, "role": "AXRow", "description": "krb5, 1.20.1, 1.20.1", "role_description": "row", "value": 0, "position": "-391.00;-244.00", "size": "673;21", "children": [{"name": null, "role": "AXCell", "description": "krb5", "role_description": "cell", "value": 0, "position": "-391.00;-244.00", "size": "224;21", "children": [{"name": null, "role": "AXStaticText", "description": "krb5", "role_description": "text", "value": 0, "position": "-391.00;-244.00", "size": "224;21", "children": []}]}, {"name": null, "role": "AXCell", "description": "1.20.1", "role_description": "cell", "value": 0, "position": "-391.00;-244.00", "size": "225;21", "children": [{"name": null, "role": "AXStaticText", "description": "1.20.1", "role_description": "text", "value": 0, "position": "-391.00;-244.00", "size": "225;21", "children": []}]}, {"name": null, "role": "AXCell", "description": "1.20.1", "role_description": "cell", "value": 0, "position": "-391.00;-244.00", "size": "224;21", "children": [{"name": null, "role": "AXStaticText", "description": "1.20.1", "role_description": "text", "value": 0, "position": "-391.00;-244.00", "size": "224;21", "children": []}]}]}, {"name": null, "role": "AXRow", "description": "libarchive, 3.6.2, 3.6.2", "role_description": "row", "value": 0, "position": "-391.00;-244.00", "size": "673;21", "children": [{"name": null, "role": "AXCell", "description": "libarchive", "role_description": "cell", "value": 0, "position": "-391.00;-244.00", "size": "224;21", "children": [{"name": null, "role": "AXStaticText", "description": "libarchive", "role_description": "text", "value": 0, "position": "-391.00;-244.00", "size": "224;21", "children": []}]}, {"name": null, "role": "AXCell", "description": "3.6.2", "role_description": "cell", "value": 0, "position": "-391.00;-244.00", "size": "225;21", "children": [{"name": null, "role": "AXStaticText", "description": "3.6.2", "role_description": "text", "value": 0, "position": "-391.00;-244.00", "size": "225;21", "children": []}]}, {"name": null, "role": "AXCell", "description": "3.6.2", "role_description": "cell", "value": 0, "position": "-391.00;-244.00", "size": "224;21", "children": [{"name": null, "role": "AXStaticText", "description": "3.6.2", "role_description": "text", "value": 0, "position": "-391.00;-244.00", "size": "224;21", "children": []}]}]}, {"name": null, "role": "AXRow", "description": "libcurl, 8.7.1, 8.7.1", "role_description": "row", "value": 0, "position": "-391.00;-244.00", "size": "673;21", "children": [{"name": null, "role": "AXCell", "description": "libcurl", "role_description": "cell", "value": 0, "position": "-391.00;-244.00", "size": "224;21", "children": [{"name": null, "role": "AXStaticText", "description": "libcurl", "role_description": "text", "value": 0, "position": "-391.00;-244.00", "size": "224;21", "children": []}]}, {"name": null, "role": "AXCell", "description": "8.7.1", "role_description": "cell", "value": 0, "position": "-391.00;-244.00", "size": "225;21", "children": [{"name": null, "role": "AXStaticText", "description": "8.7.1", "role_description": "text", "value": 0, "position": "-391.00;-244.00", "size": "225;21", "children": []}]}, {"name": null, "role": "AXCell", "description": "8.7.1", "role_description": "cell", "value": 0, "position": "-391.00;-244.00", "size": "224;21", "children": [{"name": null, "role": "AXStaticText", "description": "8.7.1", "role_description": "text", "value": 0, "position": "-391.00;-244.00", "size": "224;21", "children": []}]}]}, {"name": null, "role": "AXRow", "description": "libcxx, 14.0.6, 14.0.6", "role_description": "row", "value": 0, "position": "-391.00;-244.00", "size": "673;21", "children": [{"name": null, "role": "AXCell", "description": "libcxx", "role_description": "cell", "value": 0, "position": "-391.00;-244.00", "size": "224;21", "children": [{"name": null, "role": "AXStaticText", "description": "libcxx", "role_description": "text", "value": 0, "position": "-391.00;-244.00", "size": "224;21", "children": []}]}, {"name": null, "role": "AXCell", "description": "14.0.6", "role_description": "cell", "value": 0, "position": "-391.00;-244.00", "size": "225;21", "children": [{"name": null, "role": "AXStaticText", "description": "14.0.6", "role_description": "text", "value": 0, "position": "-391.00;-244.00", "size": "225;21", "children": []}]}, {"name": null, "role": "AXCell", "description": "14.0.6", "role_description": "cell", "value": 0, "position": "-391.00;-244.00", "size": "224;21", "children": [{"name": null, "role": "AXStaticText", "description": "14.0.6", "role_description": "text", "value": 0, "position": "-391.00;-244.00", "size": "224;21", "children": []}]}]}, {"name": null, "role": "AXRow", "description": "libedit, 3.1.20230828, 3.1.20230828", "role_description": "row", "value": 0, "position": "-391.00;-244.00", "size": "673;21", "children": [{"name": null, "role": "AXCell", "description": "libedit", "role_description": "cell", "value": 0, "position": "-391.00;-244.00", "size": "224;21", "children": [{"name": null, "role": "AXStaticText", "description": "libedit", "role_description": "text", "value": 0, "position": "-391.00;-244.00", "size": "224;21", "children": []}]}, {"name": null, "role": "AXCell", "description": "3.1.20230828", "role_description": "cell", "value": 0, "position": "-391.00;-244.00", "size": "225;21", "children": [{"name": null, "role": "AXStaticText", "description": "3.1.20230828", "role_description": "text", "value": 0, "position": "-391.00;-244.00", "size": "225;21", "children": []}]}, {"name": null, "role": "AXCell", "description": "3.1.20230828", "role_description": "cell", "value": 0, "position": "-391.00;-244.00", "size": "224;21", "children": [{"name": null, "role": "AXStaticText", "description": "3.1.20230828", "role_description": "text", "value": 0, "position": "-391.00;-244.00", "size": "224;21", "children": []}]}]}, {"name": null, "role": "AXRow", "description": "libev, 4.33, 4.33", "role_description": "row", "value": 0, "position": "-391.00;-244.00", "size": "673;21", "children": [{"name": null, "role": "AXCell", "description": "libev", "role_description": "cell", "value": 0, "position": "-391.00;-244.00", "size": "224;21", "children": [{"name": null, "role": "AXStaticText", "description": "libev", "role_description": "text", "value": 0, "position": "-391.00;-244.00", "size": "224;21", "children": []}]}, {"name": null, "role": "AXCell", "description": "4.33", "role_description": "cell", "value": 0, "position": "-391.00;-244.00", "size": "225;21", "children": [{"name": null, "role": "AXStaticText", "description": "4.33", "role_description": "text", "value": 0, "position": "-391.00;-244.00", "size": "225;21", "children": []}]}, {"name": null, "role": "AXCell", "description": "4.33", "role_description": "cell", "value": 0, "position": "-391.00;-244.00", "size": "224;21", "children": [{"name": null, "role": "AXStaticText", "description": "4.33", "role_description": "text", "value": 0, "position": "-391.00;-244.00", "size": "224;21", "children": []}]}]}, {"name": null, "role": "AXRow", "description": "libffi, 3.4.4, 3.4.4", "role_description": "row", "value": 0, "position": "-391.00;-244.00", "size": "673;21", "children": [{"name": null, "role": "AXCell", "description": "libffi", "role_description": "cell", "value": 0, "position": "-391.00;-244.00", "size": "224;21", "children": [{"name": null, "role": "AXStaticText", "description": "libffi", "role_description": "text", "value": 0, "position": "-391.00;-244.00", "size": "224;21", "children": []}]}, {"name": null, "role": "AXCell", "description": "3.4.4", "role_description": "cell", "value": 0, "position": "-391.00;-244.00", "size": "225;21", "children": [{"name": null, "role": "AXStaticText", "description": "3.4.4", "role_description": "text", "value": 0, "position": "-391.00;-244.00", "size": "225;21", "children": []}]}, {"name": null, "role": "AXCell", "description": "3.4.4", "role_description": "cell", "value": 0, "position": "-391.00;-244.00", "size": "224;21", "children": [{"name": null, "role": "AXStaticText", "description": "3.4.4", "role_description": "text", "value": 0, "position": "-391.00;-244.00", "size": "224;21", "children": []}]}]}, {"name": null, "role": "AXRow", "description": "libiconv, 1.16, 1.16", "role_description": "row", "value": 0, "position": "-391.00;-244.00", "size": "673;21", "children": [{"name": null, "role": "AXCell", "description": "libiconv", "role_description": "cell", "value": 0, "position": "-391.00;-244.00", "size": "224;21", "children": [{"name": null, "role": "AXStaticText", "description": "libiconv", "role_description": "text", "value": 0, "position": "-391.00;-244.00", "size": "224;21", "children": []}]}, {"name": null, "role": "AXCell", "description": "1.16", "role_description": "cell", "value": 0, "position": "-391.00;-244.00", "size": "225;21", "children": [{"name": null, "role": "AXStaticText", "description": "1.16", "role_description": "text", "value": 0, "position": "-391.00;-244.00", "size": "225;21", "children": []}]}, {"name": null, "role": "AXCell", "description": "1.16", "role_description": "cell", "value": 0, "position": "-391.00;-244.00", "size": "224;21", "children": [{"name": null, "role": "AXStaticText", "description": "1.16", "role_description": "text", "value": 0, "position": "-391.00;-244.00", "size": "224;21", "children": []}]}]}, {"name": null, "role": "AXRow", "description": "libmamba, 1.5.8, 1.5.8", "role_description": "row", "value": 0, "position": "-391.00;-244.00", "size": "673;21", "children": [{"name": null, "role": "AXCell", "description": "libmamba", "role_description": "cell", "value": 0, "position": "-391.00;-244.00", "size": "224;21", "children": [{"name": null, "role": "AXStaticText", "description": "libmamba", "role_description": "text", "value": 0, "position": "-391.00;-244.00", "size": "224;21", "children": []}]}, {"name": null, "role": "AXCell", "description": "1.5.8", "role_description": "cell", "value": 0, "position": "-391.00;-244.00", "size": "225;21", "children": [{"name": null, "role": "AXStaticText", "description": "1.5.8", "role_description": "text", "value": 0, "position": "-391.00;-244.00", "size": "225;21", "children": []}]}, {"name": null, "role": "AXCell", "description": "1.5.8", "role_description": "cell", "value": 0, "position": "-391.00;-244.00", "size": "224;21", "children": [{"name": null, "role": "AXStaticText", "description": "1.5.8", "role_description": "text", "value": 0, "position": "-391.00;-244.00", "size": "224;21", "children": []}]}]}, {"name": null, "role": "AXRow", "description": "libmambapy, 1.5.8, 1.5.8", "role_description": "row", "value": 0, "position": "-391.00;-244.00", "size": "673;21", "children": [{"name": null, "role": "AXCell", "description": "libmambapy", "role_description": "cell", "value": 0, "position": "-391.00;-244.00", "size": "224;21", "children": [{"name": null, "role": "AXStaticText", "description": "libmambapy", "role_description": "text", "value": 0, "position": "-391.00;-244.00", "size": "224;21", "children": []}]}, {"name": null, "role": "AXCell", "description": "1.5.8", "role_description": "cell", "value": 0, "position": "-391.00;-244.00", "size": "225;21", "children": [{"name": null, "role": "AXStaticText", "description": "1.5.8", "role_description": "text", "value": 0, "position": "-391.00;-244.00", "size": "225;21", "children": []}]}, {"name": null, "role": "AXCell", "description": "1.5.8", "role_description": "cell", "value": 0, "position": "-391.00;-244.00", "size": "224;21", "children": [{"name": null, "role": "AXStaticText", "description": "1.5.8", "role_description": "text", "value": 0, "position": "-391.00;-244.00", "size": "224;21", "children": []}]}]}, {"name": null, "role": "AXRow", "description": "libnghttp2, 1.57.0, 1.57.0", "role_description": "row", "value": 0, "position": "-391.00;-244.00", "size": "673;21", "children": [{"name": null, "role": "AXCell", "description": "libnghttp2", "role_description": "cell", "value": 0, "position": "-391.00;-244.00", "size": "224;21", "children": [{"name": null, "role": "AXStaticText", "description": "libnghttp2", "role_description": "text", "value": 0, "position": "-391.00;-244.00", "size": "224;21", "children": []}]}, {"name": null, "role": "AXCell", "description": "1.57.0", "role_description": "cell", "value": 0, "position": "-391.00;-244.00", "size": "225;21", "children": [{"name": null, "role": "AXStaticText", "description": "1.57.0", "role_description": "text", "value": 0, "position": "-391.00;-244.00", "size": "225;21", "children": []}]}, {"name": null, "role": "AXCell", "description": "1.57.0", "role_description": "cell", "value": 0, "position": "-391.00;-244.00", "size": "224;21", "children": [{"name": null, "role": "AXStaticText", "description": "1.57.0", "role_description": "text", "value": 0, "position": "-391.00;-244.00", "size": "224;21", "children": []}]}]}, {"name": null, "role": "AXRow", "description": "libsolv, 0.7.24, 0.7.24", "role_description": "row", "value": 0, "position": "-391.00;-244.00", "size": "673;21", "children": [{"name": null, "role": "AXCell", "description": "libsolv", "role_description": "cell", "value": 0, "position": "-391.00;-244.00", "size": "224;21", "children": [{"name": null, "role": "AXStaticText", "description": "libsolv", "role_description": "text", "value": 0, "position": "-391.00;-244.00", "size": "224;21", "children": []}]}, {"name": null, "role": "AXCell", "description": "0.7.24", "role_description": "cell", "value": 0, "position": "-391.00;-244.00", "size": "225;21", "children": [{"name": null, "role": "AXStaticText", "description": "0.7.24", "role_description": "text", "value": 0, "position": "-391.00;-244.00", "size": "225;21", "children": []}]}, {"name": null, "role": "AXCell", "description": "0.7.24", "role_description": "cell", "value": 0, "position": "-391.00;-244.00", "size": "224;21", "children": [{"name": null, "role": "AXStaticText", "description": "0.7.24", "role_description": "text", "value": 0, "position": "-391.00;-244.00", "size": "224;21", "children": []}]}]}, {"name": null, "role": "AXRow", "description": "libssh2, 1.11.0, 1.11.0", "role_description": "row", "value": 0, "position": "-391.00;-244.00", "size": "673;21", "children": [{"name": null, "role": "AXCell", "description": "libssh2", "role_description": "cell", "value": 0, "position": "-391.00;-244.00", "size": "224;21", "children": [{"name": null, "role": "AXStaticText", "description": "libssh2", "role_description": "text", "value": 0, "position": "-391.00;-244.00", "size": "224;21", "children": []}]}, {"name": null, "role": "AXCell", "description": "1.11.0", "role_description": "cell", "value": 0, "position": "-391.00;-244.00", "size": "225;21", "children": [{"name": null, "role": "AXStaticText", "description": "1.11.0", "role_description": "text", "value": 0, "position": "-391.00;-244.00", "size": "225;21", "children": []}]}, {"name": null, "role": "AXCell", "description": "1.11.0", "role_description": "cell", "value": 0, "position": "-391.00;-244.00", "size": "224;21", "children": [{"name": null, "role": "AXStaticText", "description": "1.11.0", "role_description": "text", "value": 0, "position": "-391.00;-244.00", "size": "224;21", "children": []}]}]}, {"name": null, "role": "AXRow", "description": "libxml2, 2.10.4, 2.13.1", "role_description": "row", "value": 0, "position": "-391.00;-244.00", "size": "673;21", "children": [{"name": null, "role": "AXCell", "description": "libxml2", "role_description": "cell", "value": 0, "position": "-391.00;-244.00", "size": "224;21", "children": [{"name": null, "role": "AXStaticText", "description": "libxml2", "role_description": "text", "value": 0, "position": "-391.00;-244.00", "size": "224;21", "children": []}]}, {"name": null, "role": "AXCell", "description": "2.10.4", "role_description": "cell", "value": 0, "position": "-391.00;-244.00", "size": "225;21", "children": [{"name": null, "role": "AXStaticText", "description": "2.10.4", "role_description": "text", "value": 0, "position": "-391.00;-244.00", "size": "225;21", "children": []}]}, {"name": null, "role": "AXCell", "description": "2.13.1", "role_description": "cell", "value": 0, "position": "-391.00;-244.00", "size": "224;21", "children": [{"name": null, "role": "AXStaticText", "description": "2.13.1", "role_description": "text", "value": 0, "position": "-391.00;-244.00", "size": "224;21", "children": []}]}]}, {"name": null, "role": "AXRow", "description": "lz4-c, 1.9.4, 1.9.4", "role_description": "row", "value": 0, "position": "-391.00;-244.00", "size": "673;21", "children": [{"name": null, "role": "AXCell", "description": "lz4-c", "role_description": "cell", "value": 0, "position": "-391.00;-244.00", "size": "224;21", "children": [{"name": null, "role": "AXStaticText", "description": "lz4-c", "role_description": "text", "value": 0, "position": "-391.00;-244.00", "size": "224;21", "children": []}]}, {"name": null, "role": "AXCell", "description": "1.9.4", "role_description": "cell", "value": 0, "position": "-391.00;-244.00", "size": "225;21", "children": [{"name": null, "role": "AXStaticText", "description": "1.9.4", "role_description": "text", "value": 0, "position": "-391.00;-244.00", "size": "225;21", "children": []}]}, {"name": null, "role": "AXCell", "description": "1.9.4", "role_description": "cell", "value": 0, "position": "-391.00;-244.00", "size": "224;21", "children": [{"name": null, "role": "AXStaticText", "description": "1.9.4", "role_description": "text", "value": 0, "position": "-391.00;-244.00", "size": "224;21", "children": []}]}]}, {"name": null, "role": "AXRow", "description": "menuinst, 2.1.1, 2.1.2", "role_description": "row", "value": 0, "position": "-391.00;-244.00", "size": "673;21", "children": [{"name": null, "role": "AXCell", "description": "menuinst", "role_description": "cell", "value": 0, "position": "-391.00;-244.00", "size": "224;21", "children": [{"name": null, "role": "AXStaticText", "description": "menuinst", "role_description": "text", "value": 0, "position": "-391.00;-244.00", "size": "224;21", "children": []}]}, {"name": null, "role": "AXCell", "description": "2.1.1", "role_description": "cell", "value": 0, "position": "-391.00;-244.00", "size": "225;21", "children": [{"name": null, "role": "AXStaticText", "description": "2.1.1", "role_description": "text", "value": 0, "position": "-391.00;-244.00", "size": "225;21", "children": []}]}, {"name": null, "role": "AXCell", "description": "2.1.2", "role_description": "cell", "value": 0, "position": "-391.00;-244.00", "size": "224;21", "children": [{"name": null, "role": "AXStaticText", "description": "2.1.2", "role_description": "text", "value": 0, "position": "-391.00;-244.00", "size": "224;21", "children": []}]}]}, {"name": null, "role": "AXRow", "description": "ncurses, 6.4, 6.4", "role_description": "row", "value": 0, "position": "-391.00;-244.00", "size": "673;21", "children": [{"name": null, "role": "AXCell", "description": "ncurses", "role_description": "cell", "value": 0, "position": "-391.00;-244.00", "size": "224;21", "children": [{"name": null, "role": "AXStaticText", "description": "ncurses", "role_description": "text", "value": 0, "position": "-391.00;-244.00", "size": "224;21", "children": []}]}, {"name": null, "role": "AXCell", "description": "6.4", "role_description": "cell", "value": 0, "position": "-391.00;-244.00", "size": "225;21", "children": [{"name": null, "role": "AXStaticText", "description": "6.4", "role_description": "text", "value": 0, "position": "-391.00;-244.00", "size": "225;21", "children": []}]}, {"name": null, "role": "AXCell", "description": "6.4", "role_description": "cell", "value": 0, "position": "-391.00;-244.00", "size": "224;21", "children": [{"name": null, "role": "AXStaticText", "description": "6.4", "role_description": "text", "value": 0, "position": "-391.00;-244.00", "size": "224;21", "children": []}]}]}, {"name": null, "role": "AXRow", "description": "openssl, 3.0.14, 3.0.14", "role_description": "row", "value": 0, "position": "-391.00;-244.00", "size": "673;21", "children": [{"name": null, "role": "AXCell", "description": "openssl", "role_description": "cell", "value": 0, "position": "-391.00;-244.00", "size": "224;21", "children": [{"name": null, "role": "AXStaticText", "description": "openssl", "role_description": "text", "value": 0, "position": "-391.00;-244.00", "size": "224;21", "children": []}]}, {"name": null, "role": "AXCell", "description": "3.0.14", "role_description": "cell", "value": 0, "position": "-391.00;-244.00", "size": "225;21", "children": [{"name": null, "role": "AXStaticText", "description": "3.0.14", "role_description": "text", "value": 0, "position": "-391.00;-244.00", "size": "225;21", "children": []}]}, {"name": null, "role": "AXCell", "description": "3.0.14", "role_description": "cell", "value": 0, "position": "-391.00;-244.00", "size": "224;21", "children": [{"name": null, "role": "AXStaticText", "description": "3.0.14", "role_description": "text", "value": 0, "position": "-391.00;-244.00", "size": "224;21", "children": []}]}]}, {"name": null, "role": "AXRow", "description": "packaging, 23.2, 24.1", "role_description": "row", "value": 0, "position": "-391.00;-244.00", "size": "673;21", "children": [{"name": null, "role": "AXCell", "description": "packaging", "role_description": "cell", "value": 0, "position": "-391.00;-244.00", "size": "224;21", "children": [{"name": null, "role": "AXStaticText", "description": "packaging", "role_description": "text", "value": 0, "position": "-391.00;-244.00", "size": "224;21", "children": []}]}, {"name": null, "role": "AXCell", "description": "23.2", "role_description": "cell", "value": 0, "position": "-391.00;-244.00", "size": "225;21", "children": [{"name": null, "role": "AXStaticText", "description": "23.2", "role_description": "text", "value": 0, "position": "-391.00;-244.00", "size": "225;21", "children": []}]}, {"name": null, "role": "AXCell", "description": "24.1", "role_description": "cell", "value": 0, "position": "-391.00;-244.00", "size": "224;21", "children": [{"name": null, "role": "AXStaticText", "description": "24.1", "role_description": "text", "value": 0, "position": "-391.00;-244.00", "size": "224;21", "children": []}]}]}, {"name": null, "role": "AXRow", "description": "pcre2, 10.42, 10.42", "role_description": "row", "value": 0, "position": "-391.00;-244.00", "size": "673;21", "children": [{"name": null, "role": "AXCell", "description": "pcre2", "role_description": "cell", "value": 0, "position": "-391.00;-244.00", "size": "224;21", "children": [{"name": null, "role": "AXStaticText", "description": "pcre2", "role_description": "text", "value": 0, "position": "-391.00;-244.00", "size": "224;21", "children": []}]}, {"name": null, "role": "AXCell", "description": "10.42", "role_description": "cell", "value": 0, "position": "-391.00;-244.00", "size": "225;21", "children": [{"name": null, "role": "AXStaticText", "description": "10.42", "role_description": "text", "value": 0, "position": "-391.00;-244.00", "size": "225;21", "children": []}]}, {"name": null, "role": "AXCell", "description": "10.42", "role_description": "cell", "value": 0, "position": "-391.00;-244.00", "size": "224;21", "children": [{"name": null, "role": "AXStaticText", "description": "10.42", "role_description": "text", "value": 0, "position": "-391.00;-244.00", "size": "224;21", "children": []}]}]}, {"name": null, "role": "AXRow", "description": "pip, 24.0, 24.2", "role_description": "row", "value": 0, "position": "-391.00;-244.00", "size": "673;21", "children": [{"name": null, "role": "AXCell", "description": "pip", "role_description": "cell", "value": 0, "position": "-391.00;-244.00", "size": "224;21", "children": [{"name": null, "role": "AXStaticText", "description": "pip", "role_description": "text", "value": 0, "position": "-391.00;-244.00", "size": "224;21", "children": []}]}, {"name": null, "role": "AXCell", "description": "24.0", "role_description": "cell", "value": 0, "position": "-391.00;-244.00", "size": "225;21", "children": [{"name": null, "role": "AXStaticText", "description": "24.0", "role_description": "text", "value": 0, "position": "-391.00;-244.00", "size": "225;21", "children": []}]}, {"name": null, "role": "AXCell", "description": "24.2", "role_description": "cell", "value": 0, "position": "-391.00;-244.00", "size": "224;21", "children": [{"name": null, "role": "AXStaticText", "description": "24.2", "role_description": "text", "value": 0, "position": "-391.00;-244.00", "size": "224;21", "children": []}]}]}, {"name": null, "role": "AXRow", "description": "platformdirs, 3.10.0, 3.10.0", "role_description": "row", "value": 0, "position": "-391.00;-244.00", "size": "673;21", "children": [{"name": null, "role": "AXCell", "description": "platformdirs", "role_description": "cell", "value": 0, "position": "-391.00;-244.00", "size": "224;21", "children": [{"name": null, "role": "AXStaticText", "description": "platformdirs", "role_description": "text", "value": 0, "position": "-391.00;-244.00", "size": "224;21", "children": []}]}, {"name": null, "role": "AXCell", "description": "3.10.0", "role_description": "cell", "value": 0, "position": "-391.00;-244.00", "size": "225;21", "children": [{"name": null, "role": "AXStaticText", "description": "3.10.0", "role_description": "text", "value": 0, "position": "-391.00;-244.00", "size": "225;21", "children": []}]}, {"name": null, "role": "AXCell", "description": "3.10.0", "role_description": "cell", "value": 0, "position": "-391.00;-244.00", "size": "224;21", "children": [{"name": null, "role": "AXStaticText", "description": "3.10.0", "role_description": "text", "value": 0, "position": "-391.00;-244.00", "size": "224;21", "children": []}]}]}, {"name": null, "role": "AXRow", "description": "pluggy, 1.0.0, 1.0.0", "role_description": "row", "value": 0, "position": "-391.00;-244.00", "size": "673;21", "children": [{"name": null, "role": "AXCell", "description": "pluggy", "role_description": "cell", "value": 0, "position": "-391.00;-244.00", "size": "224;21", "children": [{"name": null, "role": "AXStaticText", "description": "pluggy", "role_description": "text", "value": 0, "position": "-391.00;-244.00", "size": "224;21", "children": []}]}, {"name": null, "role": "AXCell", "description": "1.0.0", "role_description": "cell", "value": 0, "position": "-391.00;-244.00", "size": "225;21", "children": [{"name": null, "role": "AXStaticText", "description": "1.0.0", "role_description": "text", "value": 0, "position": "-391.00;-244.00", "size": "225;21", "children": []}]}, {"name": null, "role": "AXCell", "description": "1.0.0", "role_description": "cell", "value": 0, "position": "-391.00;-244.00", "size": "224;21", "children": [{"name": null, "role": "AXStaticText", "description": "1.0.0", "role_description": "text", "value": 0, "position": "-391.00;-244.00", "size": "224;21", "children": []}]}]}, {"name": null, "role": "AXRow", "description": "pybind11-abi, 5, 5", "role_description": "row", "value": 0, "position": "-391.00;-244.00", "size": "673;21", "children": [{"name": null, "role": "AXCell", "description": "pybind11-abi", "role_description": "cell", "value": 0, "position": "-391.00;-244.00", "size": "224;21", "children": [{"name": null, "role": "AXStaticText", "description": "pybind11-abi", "role_description": "text", "value": 0, "position": "-391.00;-244.00", "size": "224;21", "children": []}]}, {"name": null, "role": "AXCell", "description": "5", "role_description": "cell", "value": 0, "position": "-391.00;-244.00", "size": "225;21", "children": [{"name": null, "role": "AXStaticText", "description": "5", "role_description": "text", "value": 0, "position": "-391.00;-244.00", "size": "225;21", "children": []}]}, {"name": null, "role": "AXCell", "description": "5", "role_description": "cell", "value": 0, "position": "-391.00;-244.00", "size": "224;21", "children": [{"name": null, "role": "AXStaticText", "description": "5", "role_description": "text", "value": 0, "position": "-391.00;-244.00", "size": "224;21", "children": []}]}]}, {"name": null, "role": "AXRow", "description": "pycosat, 0.6.6, 0.6.6", "role_description": "row", "value": 0, "position": "-391.00;-244.00", "size": "673;21", "children": [{"name": null, "role": "AXCell", "description": "pycosat", "role_description": "cell", "value": 0, "position": "-391.00;-244.00", "size": "224;21", "children": [{"name": null, "role": "AXStaticText", "description": "pycosat", "role_description": "text", "value": 0, "position": "-391.00;-244.00", "size": "224;21", "children": []}]}, {"name": null, "role": "AXCell", "description": "0.6.6", "role_description": "cell", "value": 0, "position": "-391.00;-244.00", "size": "225;21", "children": [{"name": null, "role": "AXStaticText", "description": "0.6.6", "role_description": "text", "value": 0, "position": "-391.00;-244.00", "size": "225;21", "children": []}]}, {"name": null, "role": "AXCell", "description": "0.6.6", "role_description": "cell", "value": 0, "position": "-391.00;-244.00", "size": "224;21", "children": [{"name": null, "role": "AXStaticText", "description": "0.6.6", "role_description": "text", "value": 0, "position": "-391.00;-244.00", "size": "224;21", "children": []}]}]}, {"name": null, "role": "AXRow", "description": "pycparser, 2.21, 2.21", "role_description": "row", "value": 0, "position": "-391.00;-244.00", "size": "673;21", "children": [{"name": null, "role": "AXCell", "description": "pycparser", "role_description": "cell", "value": 0, "position": "-391.00;-244.00", "size": "224;21", "children": [{"name": null, "role": "AXStaticText", "description": "pycparser", "role_description": "text", "value": 0, "position": "-391.00;-244.00", "size": "224;21", "children": []}]}, {"name": null, "role": "AXCell", "description": "2.21", "role_description": "cell", "value": 0, "position": "-391.00;-244.00", "size": "225;21", "children": [{"name": null, "role": "AXStaticText", "description": "2.21", "role_description": "text", "value": 0, "position": "-391.00;-244.00", "size": "225;21", "children": []}]}, {"name": null, "role": "AXCell", "description": "2.21", "role_description": "cell", "value": 0, "position": "-391.00;-244.00", "size": "224;21", "children": [{"name": null, "role": "AXStaticText", "description": "2.21", "role_description": "text", "value": 0, "position": "-391.00;-244.00", "size": "224;21", "children": []}]}]}, {"name": null, "role": "AXRow", "description": "pysocks, 1.7.1, 1.7.1", "role_description": "row", "value": 0, "position": "-391.00;-244.00", "size": "673;21", "children": [{"name": null, "role": "AXCell", "description": "pysocks", "role_description": "cell", "value": 0, "position": "-391.00;-244.00", "size": "224;21", "children": [{"name": null, "role": "AXStaticText", "description": "pysocks", "role_description": "text", "value": 0, "position": "-391.00;-244.00", "size": "224;21", "children": []}]}, {"name": null, "role": "AXCell", "description": "1.7.1", "role_description": "cell", "value": 0, "position": "-391.00;-244.00", "size": "225;21", "children": [{"name": null, "role": "AXStaticText", "description": "1.7.1", "role_description": "text", "value": 0, "position": "-391.00;-244.00", "size": "225;21", "children": []}]}, {"name": null, "role": "AXCell", "description": "1.7.1", "role_description": "cell", "value": 0, "position": "-391.00;-244.00", "size": "224;21", "children": [{"name": null, "role": "AXStaticText", "description": "1.7.1", "role_description": "text", "value": 0, "position": "-391.00;-244.00", "size": "224;21", "children": []}]}]}, {"name": null, "role": "AXRow", "description": "python, 3.12.4, 3.12.4", "role_description": "row", "value": 0, "position": "-391.00;-244.00", "size": "673;21", "children": [{"name": null, "role": "AXCell", "description": "python", "role_description": "cell", "value": 0, "position": "-391.00;-244.00", "size": "224;21", "children": [{"name": null, "role": "AXStaticText", "description": "python", "role_description": "text", "value": 0, "position": "-391.00;-244.00", "size": "224;21", "children": []}]}, {"name": null, "role": "AXCell", "description": "3.12.4", "role_description": "cell", "value": 0, "position": "-391.00;-244.00", "size": "225;21", "children": [{"name": null, "role": "AXStaticText", "description": "3.12.4", "role_description": "text", "value": 0, "position": "-391.00;-244.00", "size": "225;21", "children": []}]}, {"name": null, "role": "AXCell", "description": "3.12.4", "role_description": "cell", "value": 0, "position": "-391.00;-244.00", "size": "224;21", "children": [{"name": null, "role": "AXStaticText", "description": "3.12.4", "role_description": "text", "value": 0, "position": "-391.00;-244.00", "size": "224;21", "children": []}]}]}, {"name": null, "role": "AXRow", "description": "python.app, 3, 3", "role_description": "row", "value": 0, "position": "-391.00;-244.00", "size": "673;21", "children": [{"name": null, "role": "AXCell", "description": "python.app", "role_description": "cell", "value": 0, "position": "-391.00;-244.00", "size": "224;21", "children": [{"name": null, "role": "AXStaticText", "description": "python.app", "role_description": "text", "value": 0, "position": "-391.00;-244.00", "size": "224;21", "children": []}]}, {"name": null, "role": "AXCell", "description": "3", "role_description": "cell", "value": 0, "position": "-391.00;-244.00", "size": "225;21", "children": [{"name": null, "role": "AXStaticText", "description": "3", "role_description": "text", "value": 0, "position": "-391.00;-244.00", "size": "225;21", "children": []}]}, {"name": null, "role": "AXCell", "description": "3", "role_description": "cell", "value": 0, "position": "-391.00;-244.00", "size": "224;21", "children": [{"name": null, "role": "AXStaticText", "description": "3", "role_description": "text", "value": 0, "position": "-391.00;-244.00", "size": "224;21", "children": []}]}]}, {"name": null, "role": "AXRow", "description": "readline, 8.2, 8.2", "role_description": "row", "value": 0, "position": "-391.00;-244.00", "size": "673;21", "children": [{"name": null, "role": "AXCell", "description": "readline", "role_description": "cell", "value": 0, "position": "-391.00;-244.00", "size": "224;21", "children": [{"name": null, "role": "AXStaticText", "description": "readline", "role_description": "text", "value": 0, "position": "-391.00;-244.00", "size": "224;21", "children": []}]}, {"name": null, "role": "AXCell", "description": "8.2", "role_description": "cell", "value": 0, "position": "-391.00;-244.00", "size": "225;21", "children": [{"name": null, "role": "AXStaticText", "description": "8.2", "role_description": "text", "value": 0, "position": "-391.00;-244.00", "size": "225;21", "children": []}]}, {"name": null, "role": "AXCell", "description": "8.2", "role_description": "cell", "value": 0, "position": "-391.00;-244.00", "size": "224;21", "children": [{"name": null, "role": "AXStaticText", "description": "8.2", "role_description": "text", "value": 0, "position": "-391.00;-244.00", "size": "224;21", "children": []}]}]}, {"name": null, "role": "AXRow", "description": "reproc, 14.2.4, 14.2.4", "role_description": "row", "value": 0, "position": "-391.00;-244.00", "size": "673;21", "children": [{"name": null, "role": "AXCell", "description": "reproc", "role_description": "cell", "value": 0, "position": "-391.00;-244.00", "size": "224;21", "children": [{"name": null, "role": "AXStaticText", "description": "reproc", "role_description": "text", "value": 0, "position": "-391.00;-244.00", "size": "224;21", "children": []}]}, {"name": null, "role": "AXCell", "description": "14.2.4", "role_description": "cell", "value": 0, "position": "-391.00;-244.00", "size": "225;21", "children": [{"name": null, "role": "AXStaticText", "description": "14.2.4", "role_description": "text", "value": 0, "position": "-391.00;-244.00", "size": "225;21", "children": []}]}, {"name": null, "role": "AXCell", "description": "14.2.4", "role_description": "cell", "value": 0, "position": "-391.00;-244.00", "size": "224;21", "children": [{"name": null, "role": "AXStaticText", "description": "14.2.4", "role_description": "text", "value": 0, "position": "-391.00;-244.00", "size": "224;21", "children": []}]}]}, {"name": null, "role": "AXRow", "description": "reproc-cpp, 14.2.4, 14.2.4", "role_description": "row", "value": 0, "position": "-391.00;-244.00", "size": "673;21", "children": [{"name": null, "role": "AXCell", "description": "reproc-cpp", "role_description": "cell", "value": 0, "position": "-391.00;-244.00", "size": "224;21", "children": [{"name": null, "role": "AXStaticText", "description": "reproc-cpp", "role_description": "text", "value": 0, "position": "-391.00;-244.00", "size": "224;21", "children": []}]}, {"name": null, "role": "AXCell", "description": "14.2.4", "role_description": "cell", "value": 0, "position": "-391.00;-244.00", "size": "225;21", "children": [{"name": null, "role": "AXStaticText", "description": "14.2.4", "role_description": "text", "value": 0, "position": "-391.00;-244.00", "size": "225;21", "children": []}]}, {"name": null, "role": "AXCell", "description": "14.2.4", "role_description": "cell", "value": 0, "position": "-391.00;-244.00", "size": "224;21", "children": [{"name": null, "role": "AXStaticText", "description": "14.2.4", "role_description": "text", "value": 0, "position": "-391.00;-244.00", "size": "224;21", "children": []}]}]}, {"name": null, "role": "AXRow", "description": "requests, 2.32.2, 2.32.3", "role_description": "row", "value": 0, "position": "-391.00;-244.00", "size": "673;21", "children": [{"name": null, "role": "AXCell", "description": "requests", "role_description": "cell", "value": 0, "position": "-391.00;-244.00", "size": "224;21", "children": [{"name": null, "role": "AXStaticText", "description": "requests", "role_description": "text", "value": 0, "position": "-391.00;-244.00", "size": "224;21", "children": []}]}, {"name": null, "role": "AXCell", "description": "2.32.2", "role_description": "cell", "value": 0, "position": "-391.00;-244.00", "size": "225;21", "children": [{"name": null, "role": "AXStaticText", "description": "2.32.2", "role_description": "text", "value": 0, "position": "-391.00;-244.00", "size": "225;21", "children": []}]}, {"name": null, "role": "AXCell", "description": "2.32.3", "role_description": "cell", "value": 0, "position": "-391.00;-244.00", "size": "224;21", "children": [{"name": null, "role": "AXStaticText", "description": "2.32.3", "role_description": "text", "value": 0, "position": "-391.00;-244.00", "size": "224;21", "children": []}]}]}, {"name": null, "role": "AXRow", "description": "ruamel.yaml, 0.17.21, 0.17.21", "role_description": "row", "value": 0, "position": "-391.00;-244.00", "size": "673;21", "children": [{"name": null, "role": "AXCell", "description": "ruamel.yaml", "role_description": "cell", "value": 0, "position": "-391.00;-244.00", "size": "224;21", "children": [{"name": null, "role": "AXStaticText", "description": "ruamel.yaml", "role_description": "text", "value": 0, "position": "-391.00;-244.00", "size": "224;21", "children": []}]}, {"name": null, "role": "AXCell", "description": "0.17.21", "role_description": "cell", "value": 0, "position": "-391.00;-244.00", "size": "225;21", "children": [{"name": null, "role": "AXStaticText", "description": "0.17.21", "role_description": "text", "value": 0, "position": "-391.00;-244.00", "size": "225;21", "children": []}]}, {"name": null, "role": "No role", "description": "", "role_description": "", "value": null, "position": "", "size": "", "children": []}]}, {"name": null, "role": "AXRow", "description": "setuptools, 69.5.1, 72.1.0", "role_description": "row", "value": 0, "position": "-391.00;-244.00", "size": "673;21", "children": [{"name": null, "role": "AXCell", "description": "setuptools", "role_description": "cell", "value": 0, "position": "-391.00;-244.00", "size": "224;21", "children": [{"name": null, "role": "AXStaticText", "description": "setuptools", "role_description": "text", "value": 0, "position": "-391.00;-244.00", "size": "224;21", "children": []}]}, {"name": null, "role": "AXCell", "description": "69.5.1", "role_description": "cell", "value": 0, "position": "-391.00;-244.00", "size": "225;21", "children": [{"name": null, "role": "AXStaticText", "description": "69.5.1", "role_description": "text", "value": 0, "position": "-391.00;-244.00", "size": "225;21", "children": []}]}, {"name": null, "role": "AXCell", "description": "72.1.0", "role_description": "cell", "value": 0, "position": "-391.00;-244.00", "size": "224;21", "children": [{"name": null, "role": "AXStaticText", "description": "72.1.0", "role_description": "text", "value": 0, "position": "-391.00;-244.00", "size": "224;21", "children": []}]}]}, {"name": null, "role": "AXRow", "description": "sqlite, 3.45.3, 3.45.3", "role_description": "row", "value": 0, "position": "-391.00;-244.00", "size": "673;21", "children": [{"name": null, "role": "AXCell", "description": "sqlite", "role_description": "cell", "value": 0, "position": "-391.00;-244.00", "size": "224;21", "children": [{"name": null, "role": "AXStaticText", "description": "sqlite", "role_description": "text", "value": 0, "position": "-391.00;-244.00", "size": "224;21", "children": []}]}, {"name": null, "role": "AXCell", "description": "3.45.3", "role_description": "cell", "value": 0, "position": "-391.00;-244.00", "size": "225;21", "children": [{"name": null, "role": "AXStaticText", "description": "3.45.3", "role_description": "text", "value": 0, "position": "-391.00;-244.00", "size": "225;21", "children": []}]}, {"name": null, "role": "AXCell", "description": "3.45.3", "role_description": "cell", "value": 0, "position": "-391.00;-244.00", "size": "224;21", "children": [{"name": null, "role": "AXStaticText", "description": "3.45.3", "role_description": "text", "value": 0, "position": "-391.00;-244.00", "size": "224;21", "children": []}]}]}, {"name": null, "role": "AXRow", "description": "tk, 8.6.14, 8.6.14", "role_description": "row", "value": 0, "position": "-391.00;-244.00", "size": "673;21", "children": [{"name": null, "role": "AXCell", "description": "tk", "role_description": "cell", "value": 0, "position": "-391.00;-244.00", "size": "224;21", "children": [{"name": null, "role": "AXStaticText", "description": "tk", "role_description": "text", "value": 0, "position": "-391.00;-244.00", "size": "224;21", "children": []}]}, {"name": null, "role": "AXCell", "description": "8.6.14", "role_description": "cell", "value": 0, "position": "-391.00;-244.00", "size": "225;21", "children": [{"name": null, "role": "AXStaticText", "description": "8.6.14", "role_description": "text", "value": 0, "position": "-391.00;-244.00", "size": "225;21", "children": []}]}, {"name": null, "role": "AXCell", "description": "8.6.14", "role_description": "cell", "value": 0, "position": "-391.00;-244.00", "size": "224;21", "children": [{"name": null, "role": "AXStaticText", "description": "8.6.14", "role_description": "text", "value": 0, "position": "-391.00;-244.00", "size": "224;21", "children": []}]}]}, {"name": null, "role": "AXRow", "description": "tqdm, 4.66.4, 4.66.4", "role_description": "row", "value": 0, "position": "-391.00;-244.00", "size": "673;21", "children": [{"name": null, "role": "AXCell", "description": "tqdm", "role_description": "cell", "value": 0, "position": "-391.00;-244.00", "size": "224;21", "children": [{"name": null, "role": "AXStaticText", "description": "tqdm", "role_description": "text", "value": 0, "position": "-391.00;-244.00", "size": "224;21", "children": []}]}, {"name": null, "role": "AXCell", "description": "4.66.4", "role_description": "cell", "value": 0, "position": "-391.00;-244.00", "size": "225;21", "children": [{"name": null, "role": "AXStaticText", "description": "4.66.4", "role_description": "text", "value": 0, "position": "-391.00;-244.00", "size": "225;21", "children": []}]}, {"name": null, "role": "AXCell", "description": "4.66.4", "role_description": "cell", "value": 0, "position": "-391.00;-244.00", "size": "224;21", "children": [{"name": null, "role": "AXStaticText", "description": "4.66.4", "role_description": "text", "value": 0, "position": "-391.00;-244.00", "size": "224;21", "children": []}]}]}, {"name": null, "role": "AXRow", "description": "truststore, 0.8.0, 0.8.0", "role_description": "row", "value": 0, "position": "-391.00;-244.00", "size": "673;21", "children": [{"name": null, "role": "AXCell", "description": "truststore", "role_description": "cell", "value": 0, "position": "-391.00;-244.00", "size": "224;21", "children": [{"name": null, "role": "AXStaticText", "description": "truststore", "role_description": "text", "value": 0, "position": "-391.00;-244.00", "size": "224;21", "children": []}]}, {"name": null, "role": "AXCell", "description": "0.8.0", "role_description": "cell", "value": 0, "position": "-391.00;-244.00", "size": "225;21", "children": [{"name": null, "role": "AXStaticText", "description": "0.8.0", "role_description": "text", "value": 0, "position": "-391.00;-244.00", "size": "225;21", "children": []}]}, {"name": null, "role": "AXCell", "description": "0.8.0", "role_description": "cell", "value": 0, "position": "-391.00;-244.00", "size": "224;21", "children": [{"name": null, "role": "AXStaticText", "description": "0.8.0", "role_description": "text", "value": 0, "position": "-391.00;-244.00", "size": "224;21", "children": []}]}]}, {"name": null, "role": "AXRow", "description": "tzdata, 2024a, 2023d", "role_description": "row", "value": 0, "position": "-391.00;-244.00", "size": "673;21", "children": [{"name": null, "role": "AXCell", "description": "tzdata", "role_description": "cell", "value": 0, "position": "-391.00;-244.00", "size": "224;21", "children": [{"name": null, "role": "AXStaticText", "description": "tzdata", "role_description": "text", "value": 0, "position": "-391.00;-244.00", "size": "224;21", "children": []}]}, {"name": null, "role": "AXCell", "description": "2024a", "role_description": "cell", "value": 0, "position": "-391.00;-244.00", "size": "225;21", "children": [{"name": null, "role": "AXStaticText", "description": "2024a", "role_description": "text", "value": 0, "position": "-391.00;-244.00", "size": "225;21", "children": []}]}, {"name": null, "role": "AXCell", "description": "2023d", "role_description": "cell", "value": 0, "position": "-391.00;-244.00", "size": "224;21", "children": [{"name": null, "role": "AXStaticText", "description": "2023d", "role_description": "text", "value": 0, "position": "-391.00;-244.00", "size": "224;21", "children": []}]}]}, {"name": null, "role": "AXRow", "description": "urllib3, 2.2.2, 2.2.2", "role_description": "row", "value": 0, "position": "-391.00;-244.00", "size": "673;21", "children": [{"name": null, "role": "AXCell", "description": "urllib3", "role_description": "cell", "value": 0, "position": "-391.00;-244.00", "size": "224;21", "children": [{"name": null, "role": "AXStaticText", "description": "urllib3", "role_description": "text", "value": 0, "position": "-391.00;-244.00", "size": "224;21", "children": []}]}, {"name": null, "role": "AXCell", "description": "2.2.2", "role_description": "cell", "value": 0, "position": "-391.00;-244.00", "size": "225;21", "children": [{"name": null, "role": "AXStaticText", "description": "2.2.2", "role_description": "text", "value": 0, "position": "-391.00;-244.00", "size": "225;21", "children": []}]}, {"name": null, "role": "AXCell", "description": "2.2.2", "role_description": "cell", "value": 0, "position": "-391.00;-244.00", "size": "224;21", "children": [{"name": null, "role": "AXStaticText", "description": "2.2.2", "role_description": "text", "value": 0, "position": "-391.00;-244.00", "size": "224;21", "children": []}]}]}, {"name": null, "role": "AXRow", "description": "wheel, 0.43.0, 0.43.0", "role_description": "row", "value": 0, "position": "-391.00;-244.00", "size": "673;21", "children": [{"name": null, "role": "AXCell", "description": "wheel", "role_description": "cell", "value": 0, "position": "-391.00;-244.00", "size": "224;21", "children": [{"name": null, "role": "AXStaticText", "description": "wheel", "role_description": "text", "value": 0, "position": "-391.00;-244.00", "size": "224;21", "children": []}]}, {"name": null, "role": "AXCell", "description": "0.43.0", "role_description": "cell", "value": 0, "position": "-391.00;-244.00", "size": "225;21", "children": [{"name": null, "role": "AXStaticText", "description": "0.43.0", "role_description": "text", "value": 0, "position": "-391.00;-244.00", "size": "225;21", "children": []}]}, {"name": null, "role": "AXCell", "description": "0.43.0", "role_description": "cell", "value": 0, "position": "-391.00;-244.00", "size": "224;21", "children": [{"name": null, "role": "AXStaticText", "description": "0.43.0", "role_description": "text", "value": 0, "position": "-391.00;-244.00", "size": "224;21", "children": []}]}]}, {"name": null, "role": "AXRow", "description": "xz, 5.4.6, 5.4.6", "role_description": "row", "value": 0, "position": "-391.00;-244.00", "size": "673;21", "children": [{"name": null, "role": "AXCell", "description": "xz", "role_description": "cell", "value": 0, "position": "-391.00;-244.00", "size": "224;21", "children": [{"name": null, "role": "AXStaticText", "description": "xz", "role_description": "text", "value": 0, "position": "-391.00;-244.00", "size": "224;21", "children": []}]}, {"name": null, "role": "AXCell", "description": "5.4.6", "role_description": "cell", "value": 0, "position": "-391.00;-244.00", "size": "225;21", "children": [{"name": null, "role": "AXStaticText", "description": "5.4.6", "role_description": "text", "value": 0, "position": "-391.00;-244.00", "size": "225;21", "children": []}]}, {"name": null, "role": "AXCell", "description": "5.4.6", "role_description": "cell", "value": 0, "position": "-391.00;-244.00", "size": "224;21", "children": [{"name": null, "role": "AXStaticText", "description": "5.4.6", "role_description": "text", "value": 0, "position": "-391.00;-244.00", "size": "224;21", "children": []}]}]}, {"name": null, "role": "AXRow", "description": "yaml-cpp, 0.8.0, 0.8.0", "role_description": "row", "value": 0, "position": "-391.00;-244.00", "size": "673;21", "children": [{"name": null, "role": "AXCell", "description": "yaml-cpp", "role_description": "cell", "value": 0, "position": "-391.00;-244.00", "size": "224;21", "children": [{"name": null, "role": "AXStaticText", "description": "yaml-cpp", "role_description": "text", "value": 0, "position": "-391.00;-244.00", "size": "224;21", "children": []}]}, {"name": null, "role": "AXCell", "description": "0.8.0", "role_description": "cell", "value": 0, "position": "-391.00;-244.00", "size": "225;21", "children": [{"name": null, "role": "AXStaticText", "description": "0.8.0", "role_description": "text", "value": 0, "position": "-391.00;-244.00", "size": "225;21", "children": []}]}, {"name": null, "role": "AXCell", "description": "0.8.0", "role_description": "cell", "value": 0, "position": "-391.00;-244.00", "size": "224;21", "children": [{"name": null, "role": "AXStaticText", "description": "0.8.0", "role_description": "text", "value": 0, "position": "-391.00;-244.00", "size": "224;21", "children": []}]}]}, {"name": null, "role": "AXRow", "description": "zlib, 1.2.13, 1.2.13", "role_description": "row", "value": 0, "position": "-391.00;-244.00", "size": "673;21", "children": [{"name": null, "role": "AXCell", "description": "zlib", "role_description": "cell", "value": 0, "position": "-391.00;-244.00", "size": "224;21", "children": [{"name": null, "role": "AXStaticText", "description": "zlib", "role_description": "text", "value": 0, "position": "-391.00;-244.00", "size": "224;21", "children": []}]}, {"name": null, "role": "AXCell", "description": "1.2.13", "role_description": "cell", "value": 0, "position": "-391.00;-244.00", "size": "225;21", "children": [{"name": null, "role": "AXStaticText", "description": "1.2.13", "role_description": "text", "value": 0, "position": "-391.00;-244.00", "size": "225;21", "children": []}]}, {"name": null, "role": "AXCell", "description": "1.2.13", "role_description": "cell", "value": 0, "position": "-391.00;-244.00", "size": "224;21", "children": [{"name": null, "role": "AXStaticText", "description": "1.2.13", "role_description": "text", "value": 0, "position": "-391.00;-244.00", "size": "224;21", "children": []}]}]}, {"name": null, "role": "AXRow", "description": "zstandard, 0.22.0, 0.22.0", "role_description": "row", "value": 0, "position": "-391.00;-244.00", "size": "673;21", "children": [{"name": null, "role": "AXCell", "description": "zstandard", "role_description": "cell", "value": 0, "position": "-391.00;-244.00", "size": "224;21", "children": [{"name": null, "role": "AXStaticText", "description": "zstandard", "role_description": "text", "value": 0, "position": "-391.00;-244.00", "size": "224;21", "children": []}]}, {"name": null, "role": "AXCell", "description": "0.22.0", "role_description": "cell", "value": 0, "position": "-391.00;-244.00", "size": "225;21", "children": [{"name": null, "role": "AXStaticText", "description": "0.22.0", "role_description": "text", "value": 0, "position": "-391.00;-244.00", "size": "225;21", "children": []}]}, {"name": null, "role": "AXCell", "description": "0.22.0", "role_description": "cell", "value": 0, "position": "-391.00;-244.00", "size": "224;21", "children": [{"name": null, "role": "AXStaticText", "description": "0.22.0", "role_description": "text", "value": 0, "position": "-391.00;-244.00", "size": "224;21", "children": []}]}]}, {"name": null, "role": "AXRow", "description": "zstd, 1.5.5, 1.5.5", "role_description": "row", "value": 0, "position": "-391.00;-244.00", "size": "673;21", "children": [{"name": null, "role": "AXCell", "description": "zstd", "role_description": "cell", "value": 0, "position": "-391.00;-244.00", "size": "224;21", "children": [{"name": null, "role": "AXStaticText", "description": "zstd", "role_description": "text", "value": 0, "position": "-391.00;-244.00", "size": "224;21", "children": []}]}, {"name": null, "role": "AXCell", "description": "1.5.5", "role_description": "cell", "value": 0, "position": "-391.00;-244.00", "size": "225;21", "children": [{"name": null, "role": "AXStaticText", "description": "1.5.5", "role_description": "text", "value": 0, "position": "-391.00;-244.00", "size": "225;21", "children": []}]}, {"name": null, "role": "AXCell", "description": "1.5.5", "role_description": "cell", "value": 0, "position": "-391.00;-244.00", "size": "224;21", "children": [{"name": null, "role": "AXStaticText", "description": "1.5.5", "role_description": "text", "value": 0, "position": "-391.00;-244.00", "size": "224;21", "children": []}]}]}]}]}, {"name": null, "role": "AXGroup", "description": "Action Toolbar", "role_description": "group", "value": 0, "position": "-391.00;-244.00", "size": "673;24", "children": [{"name": null, "role": "AXButton", "description": "Install", "role_description": "button", "value": null, "position": "-391.00;-244.00", "size": "26;24", "children": []}, {"name": null, "role": "AXButton", "description": "Uninstall", "role_description": "button", "value": null, "position": "-391.00;-244.00", "size": "26;24", "children": []}, {"name": null, "role": "AXButton", "description": "Upgrade", "role_description": "button", "value": null, "position": "-391.00;-244.00", "size": "26;24", "children": []}, {"name": null, "role": "AXButton", "description": "Use Conda Package Manager", "role_description": "button", "value": null, "position": "-391.00;-244.00", "size": "26;24", "children": []}, {"name": null, "role": "AXButton", "description": "Show Early Releases", "role_description": "button", "value": null, "position": "-391.00;-244.00", "size": "26;24", "children": []}]}, {"name": null, "role": "AXTextField", "description": "text/html", "role_description": "text field", "value": "", "position": "-391.00;-244.00", "size": "0;0", "children": [{"name": null, "role": "AXTextField", "description": "text/html", "role_description": "text field", "value": null, "position": "-391.00;-244.00", "size": "0;0", "children": []}]}, {"name": null, "role": "AXStaticText", "description": "Mark as:", "role_description": "text", "value": "Mark as:", "position": "-391.00;-244.00", "size": "52;17", "children": []}, {"name": null, "role": "AXGroup", "description": "Action Toolbar", "role_description": "group", "value": 0, "position": "-391.00;-244.00", "size": "607;32", "children": [{"name": null, "role": "AXButton", "description": "Sources", "role_description": "button", "value": null, "position": "-391.00;-244.00", "size": "81;24", "children": []}, {"name": null, "role": "AXButton", "description": "Excluded", "role_description": "button", "value": null, "position": "-391.00;-244.00", "size": "87;24", "children": []}]}, {"name": null, "role": "AXScrollArea", "description": null, "role_description": "scroll area", "value": 0, "position": "-391.00;-244.00", "size": "406;461", "children": [{"name": null, "role": "AXOutline", "description": "tree", "role_description": "outline", "value": 0, "position": "-391.00;-244.00", "size": "406;461", "children": [{"name": null, "role": "AXRow", "description": "/Users/[username]/Code/test", "role_description": "row", "value": 0, "position": "-391.00;-244.00", "size": "195;24", "children": [{"name": null, "role": "AXStaticText", "description": "/Users/[username]/Code/test", "role_description": "text", "value": 0, "position": "-391.00;-244.00", "size": "195;24", "children": []}]}]}, {"name": null, "role": "AXScrollBar", "description": null, "role_description": "scroll bar", "value": 0, "position": "-391.00;-244.00", "size": "0;0", "children": []}, {"name": null, "role": "AXScrollBar", "description": null, "role_description": "scroll bar", "value": 0, "position": "-391.00;-244.00", "size": "0;0", "children": []}]}, {"name": null, "role": "AXStaticText", "description": "Exclude files:", "role_description": "text", "value": "Exclude files:", "position": "-391.00;-244.00", "size": "86;17", "children": []}, {"name": null, "role": "AXTextField", "description": "Exclude files:", "role_description": "text field", "value": "", "position": "-391.00;-244.00", "size": "310;34", "children": []}, {"name": null, "role": "AXStaticText", "description": "Use ; to separate name patterns, * for any number of symbols, ? for one.", "role_description": "text", "value": "Use ; to separate name patterns, * for any number of symbols, ? for one.", "position": "-391.00;-244.00", "size": "310;34", "children": []}, {"name": null, "role": "AXGroup", "description": "Action Toolbar", "role_description": "group", "value": 0, "position": "-391.00;-244.00", "size": "270;34", "children": [{"name": null, "role": "AXButton", "description": "Add Content Root", "role_description": "button", "value": null, "position": "-391.00;-244.00", "size": "143;24", "children": []}]}, {"name": null, "role": "AXScrollArea", "description": null, "role_description": "scroll area", "value": 0, "position": "-391.00;-244.00", "size": "270;505", "children": [{"name": null, "role": "AXScrollBar", "description": null, "role_description": "scroll bar", "value": 0, "position": "-391.00;-244.00", "size": "0;0", "children": []}, {"name": null, "role": "AXScrollBar", "description": null, "role_description": "scroll bar", "value": 0, "position": "-391.00;-244.00", "size": "0;0", "children": []}]}, {"name": null, "role": "AXScrollArea", "description": null, "role_description": "scroll area", "value": 0, "position": "-391.00;-244.00", "size": "711;600", "children": [{"name": null, "role": "AXScrollBar", "description": null, "role_description": "scroll bar", "value": 0, "position": "-391.00;-244.00", "size": "0;0", "children": []}, {"name": null, "role": "AXScrollBar", "description": null, "role_description": "scroll bar", "value": 0, "position": "-391.00;-244.00", "size": "0;0", "children": []}, {"name": null, "role": "AXCheckBox", "description": "Reload project after changes in the build scripts:", "role_description": "checkbox", "value": 1, "position": "-391.00;-244.00", "size": "326;25", "children": []}, {"name": null, "role": "AXRadioButton", "description": "Any changes", "role_description": "radio button", "value": 0, "position": "-391.00;-244.00", "size": "107;25", "children": []}, {"name": null, "role": "AXRadioButton", "description": "External changes", "role_description": "radio button", "value": 1, "position": "-391.00;-244.00", "size": "134;25", "children": []}, {"name": null, "role": "AXTextField", "description": "text/html", "role_description": "text field", "value": "\nChanges outside the IDE or from version control.", "position": "-391.00;-244.00", "size": "276;15", "children": [{"name": null, "role": "AXTextField", "description": "text/html", "role_description": "text field", "value": null, "position": "-391.00;-244.00", "size": "0;0", "children": []}, {"name": null, "role": "AXTextField", "description": "text/html", "role_description": "text field", "value": null, "position": "-391.00;-244.00", "size": "276;15", "children": []}, {"name": null, "role": "AXTextField", "description": "text/html", "role_description": "text field", "value": null, "position": "-391.00;-244.00", "size": "0;15", "children": []}]}]}, {"name": null, "role": "AXScrollArea", "description": null, "role_description": "scroll area", "value": 0, "position": "-391.00;-244.00", "size": "711;600", "children": [{"name": null, "role": "AXStaticText", "description": "Configure the project Execution settings, set up Deployment options, and customize the Debugger behavior", "role_description": "text", "value": "Configure the project Execution settings, set up Deployment options, and customize the Debugger behavior", "position": "-391.00;-244.00", "size": "663;17", "children": []}, {"name": null, "role": "AXLink", "description": "Build Tools", "role_description": "link", "value": null, "position": "-391.00;-244.00", "size": "70;17", "children": []}, {"name": null, "role": "AXLink", "description": "Debugger", "role_description": "link", "value": null, "position": "-391.00;-244.00", "size": "63;17", "children": []}, {"name": null, "role": "AXLink", "description": "Python Debugger", "role_description": "link", "value": null, "position": "-391.00;-244.00", "size": "110;17", "children": []}, {"name": null, "role": "AXLink", "description": "Console", "role_description": "link", "value": null, "position": "-391.00;-244.00", "size": "52;17", "children": []}, {"name": null, "role": "AXLink", "description": "Required Plugins", "role_description": "link", "value": null, "position": "-391.00;-244.00", "size": "105;17", "children": []}, {"name": null, "role": "AXLink", "description": "Trusted Locations", "role_description": "link", "value": null, "position": "-391.00;-244.00", "size": "113;17", "children": []}, {"name": null, "role": "AXScrollBar", "description": null, "role_description": "scroll bar", "value": 0, "position": "-391.00;-244.00", "size": "0;0", "children": []}, {"name": null, "role": "AXScrollBar", "description": null, "role_description": "scroll bar", "value": 0, "position": "-391.00;-244.00", "size": "0;0", "children": []}]}, {"name": null, "role": "AXScrollArea", "description": null, "role_description": "scroll area", "value": 0, "position": "-391.00;-244.00", "size": "711;600", "children": [{"name": null, "role": "AXScrollBar", "description": null, "role_description": "scroll bar", "value": 0, "position": "-391.00;-244.00", "size": "0;0", "children": []}, {"name": null, "role": "AXScrollBar", "description": null, "role_description": "scroll bar", "value": 0, "position": "-391.00;-244.00", "size": "0;0", "children": []}, {"name": null, "role": "AXCheckBox", "description": "Show debug window on breakpoint", "role_description": "checkbox", "value": 1, "position": "-391.00;-244.00", "size": "245;25", "children": []}, {"name": null, "role": "AXCheckBox", "description": "Focus application on breakpoint", "role_description": "checkbox", "value": 1, "position": "-391.00;-244.00", "size": "224;25", "children": []}, {"name": null, "role": "AXCheckBox", "description": "Hide debug window on process termination", "role_description": "checkbox", "value": 0, "position": "-391.00;-244.00", "size": "295;25", "children": []}, {"name": null, "role": "AXCheckBox", "description": "Scroll execution point to center", "role_description": "checkbox", "value": 0, "position": "-391.00;-244.00", "size": "220;25", "children": []}, {"name": null, "role": "AXCheckBox", "description": "Click line number to perform run to cursor", "role_description": "checkbox", "value": 1, "position": "-391.00;-244.00", "size": "285;25", "children": []}, {"name": null, "role": "AXStaticText", "description": "Remove breakpoint:", "role_description": "text", "value": "Remove breakpoint:", "position": "-391.00;-244.00", "size": "123;17", "children": []}, {"name": null, "role": "AXRadioButton", "description": "Click with left mouse button", "role_description": "radio button", "value": 1, "position": "-391.00;-244.00", "size": "200;25", "children": []}, {"name": null, "role": "AXRadioButton", "description": "Drag to the editor or click with middle mouse button", "role_description": "radio button", "value": 0, "position": "-391.00;-244.00", "size": "348;25", "children": []}, {"name": null, "role": "AXCheckBox", "description": "Confirm removal of conditional or logging breakpoints", "role_description": "checkbox", "value": 0, "position": "-391.00;-244.00", "size": "358;25", "children": []}, {"name": null, "role": "AXStaticText", "description": "Port:", "role_description": "text", "value": "Port:", "position": "-391.00;-244.00", "size": "29;17", "children": []}, {"name": null, "role": "AXIncrementor", "description": "Port:", "role_description": "stepper", "value": 63342, "position": "-391.00;-244.00", "size": "99;34", "children": [{"name": null, "role": "AXTextField", "description": null, "role_description": "text field", "value": "63342", "position": "-391.00;-244.00", "size": "55;21", "children": []}]}, {"name": null, "role": "AXCheckBox", "description": "Can accept external connections", "role_description": "checkbox", "value": 0, "position": "-391.00;-244.00", "size": "230;25", "children": []}, {"name": null, "role": "AXCheckBox", "description": "Allow unsigned requests", "role_description": "checkbox", "value": 0, "position": "-391.00;-244.00", "size": "179;25", "children": []}]}, {"name": null, "role": "AXScrollArea", "description": null, "role_description": "scroll area", "value": 0, "position": "-391.00;-244.00", "size": "711;600", "children": [{"name": null, "role": "AXScrollBar", "description": null, "role_description": "scroll bar", "value": 0, "position": "-391.00;-244.00", "size": "0;0", "children": []}, {"name": null, "role": "AXScrollBar", "description": null, "role_description": "scroll bar", "value": 0, "position": "-391.00;-244.00", "size": "0;0", "children": []}, {"name": null, "role": "AXCheckBox", "description": "Enable auto expressions in Variables view", "role_description": "checkbox", "value": 1, "position": "-391.00;-244.00", "size": "285;25", "children": []}, {"name": null, "role": "AXCheckBox", "description": "Sort values alphabetically", "role_description": "checkbox", "value": 0, "position": "-391.00;-244.00", "size": "185;25", "children": []}, {"name": null, "role": "AXCheckBox", "description": "Show values inline", "role_description": "checkbox", "value": 1, "position": "-391.00;-244.00", "size": "141;25", "children": []}, {"name": null, "role": "AXCheckBox", "description": "Show value tooltip.", "role_description": "checkbox", "value": 1, "position": "-391.00;-244.00", "size": "145;25", "children": []}, {"name": null, "role": "AXCheckBox", "description": "Show value tooltip on code selection", "role_description": "checkbox", "value": 0, "position": "-391.00;-244.00", "size": "254;25", "children": []}, {"name": null, "role": "AXTextField", "description": "Value tooltip delay (ms):", "role_description": "text field", "value": "700", "position": "-391.00;-244.00", "size": "50;34", "children": []}, {"name": null, "role": "AXStaticText", "description": "Value tooltip delay (ms):", "role_description": "text", "value": "Value tooltip delay (ms):", "position": "-391.00;-244.00", "size": "149;17", "children": []}, {"name": null, "role": "AXStaticText", "description": "If disabled, use \"alt\" to show/hide tooltips", "role_description": "text", "value": "If disabled, use \"alt\" to show/hide tooltips", "position": "-391.00;-244.00", "size": "255;17", "children": []}]}, {"name": null, "role": "AXScrollArea", "description": null, "role_description": "scroll area", "value": 0, "position": "-391.00;-244.00", "size": "711;600", "children": [{"name": null, "role": "AXScrollBar", "description": null, "role_description": "scroll bar", "value": 0, "position": "-391.00;-244.00", "size": "0;0", "children": []}, {"name": null, "role": "AXScrollBar", "description": null, "role_description": "scroll bar", "value": 0, "position": "-391.00;-244.00", "size": "0;0", "children": []}, {"name": null, "role": "AXScrollArea", "description": null, "role_description": "scroll area", "value": 0, "position": "-391.00;-244.00", "size": "677;456", "children": [{"name": null, "role": "AXTable", "description": "table", "role_description": "table", "value": 0, "position": "-391.00;-244.00", "size": "677;456", "children": []}, {"name": null, "role": "AXScrollBar", "description": null, "role_description": "scroll bar", "value": 0, "position": "-391.00;-244.00", "size": "0;0", "children": []}, {"name": null, "role": "AXScrollBar", "description": null, "role_description": "scroll bar", "value": 0, "position": "-391.00;-244.00", "size": "0;0", "children": []}]}, {"name": null, "role": "AXGroup", "description": "Action Toolbar", "role_description": "group", "value": 0, "position": "-391.00;-244.00", "size": "677;24", "children": [{"name": null, "role": "AXButton", "description": "Add", "role_description": "button", "value": null, "position": "-391.00;-244.00", "size": "26;24", "children": []}, {"name": null, "role": "AXButton", "description": "Remove", "role_description": "button", "value": null, "position": "-391.00;-244.00", "size": "26;24", "children": []}, {"name": null, "role": "AXButton", "description": "Edit", "role_description": "button", "value": null, "position": "-391.00;-244.00", "size": "26;24", "children": []}, {"name": null, "role": "AXButton", "description": "Up", "role_description": "button", "value": null, "position": "-391.00;-244.00", "size": "26;24", "children": []}, {"name": null, "role": "AXButton", "description": "Down", "role_description": "button", "value": null, "position": "-391.00;-244.00", "size": "26;24", "children": []}, {"name": null, "role": "AXButton", "description": "Copy", "role_description": "button", "value": null, "position": "-391.00;-244.00", "size": "26;24", "children": []}]}, {"name": null, "role": "AXCheckBox", "description": "Do not step into library scripts", "role_description": "checkbox", "value": 0, "position": "-391.00;-244.00", "size": "214;25", "children": []}, {"name": null, "role": "AXCheckBox", "description": "Do not step into scripts:", "role_description": "checkbox", "value": 0, "position": "-391.00;-244.00", "size": "175;25", "children": []}, {"name": null, "role": "AXCheckBox", "description": "Always do smart step into", "role_description": "checkbox", "value": 1, "position": "-391.00;-244.00", "size": "187;25", "children": []}]}, {"name": null, "role": "AXScrollArea", "description": null, "role_description": "scroll area", "value": 0, "position": "-391.00;-244.00", "size": "711;600", "children": [{"name": null, "role": "AXScrollBar", "description": null, "role_description": "scroll bar", "value": 0, "position": "-391.00;-244.00", "size": "0;0", "children": []}, {"name": null, "role": "AXScrollBar", "description": null, "role_description": "scroll bar", "value": 0, "position": "-391.00;-244.00", "size": "0;0", "children": []}, {"name": null, "role": "AXImage", "description": null, "role_description": "image", "value": null, "position": "-391.00;-244.00", "size": "6;17", "children": []}, {"name": null, "role": "AXScrollArea", "description": null, "role_description": "scroll area", "value": 0, "position": "-391.00;-244.00", "size": "200;546", "children": [{"name": null, "role": "AXTable", "description": "table", "role_description": "table", "value": 0, "position": "-391.00;-244.00", "size": "200;546", "children": []}, {"name": null, "role": "AXScrollBar", "description": null, "role_description": "scroll bar", "value": 0, "position": "-391.00;-244.00", "size": "0;0", "children": []}, {"name": null, "role": "AXScrollBar", "description": null, "role_description": "scroll bar", "value": 0, "position": "-391.00;-244.00", "size": "0;0", "children": []}]}, {"name": null, "role": "AXGroup", "description": "Action Toolbar", "role_description": "group", "value": 0, "position": "-391.00;-244.00", "size": "200;24", "children": [{"name": null, "role": "AXButton", "description": "Add", "role_description": "button", "value": null, "position": "-391.00;-244.00", "size": "26;24", "children": []}, {"name": null, "role": "AXButton", "description": "Remove", "role_description": "button", "value": null, "position": "-391.00;-244.00", "size": "26;24", "children": []}, {"name": null, "role": "AXButton", "description": "Up", "role_description": "button", "value": null, "position": "-391.00;-244.00", "size": "26;24", "children": []}, {"name": null, "role": "AXButton", "description": "Down", "role_description": "button", "value": null, "position": "-391.00;-244.00", "size": "26;24", "children": []}]}, {"name": null, "role": "AXStaticText", "description": "Renderer name:", "role_description": "text", "value": "Renderer name:", "position": "-391.00;-244.00", "size": "97;17", "children": []}, {"name": null, "role": "AXTextField", "description": "Renderer name:", "role_description": "text field", "value": "", "position": "-391.00;-244.00", "size": "-103;34", "children": []}, {"name": null, "role": "AXStaticText", "description": "Apply renderer to objects of type (fully qualified name):", "role_description": "text", "value": "Apply renderer to objects of type (fully qualified name):", "position": "-391.00;-244.00", "size": "-6;17", "children": []}, {"name": null, "role": "AXScrollArea", "description": null, "role_description": "scroll area", "value": 0, "position": "-391.00;-244.00", "size": "0;29", "children": [{"name": null, "role": "AXTextArea", "description": "Editor", "role_description": "text entry area", "value": "", "position": "-391.00;-244.00", "size": "3;17", "children": []}, {"name": null, "role": "AXScrollBar", "description": null, "role_description": "scroll bar", "value": 0, "position": "-391.00;-244.00", "size": "0;0", "children": []}, {"name": null, "role": "AXScrollBar", "description": null, "role_description": "scroll bar", "value": 0, "position": "-391.00;-244.00", "size": "0;0", "children": []}, {"name": null, "role": "AXGroup", "description": "", "role_description": "group", "value": 0, "position": "-391.00;-244.00", "size": "0;0", "children": [{"name": null, "role": "AXImage", "description": "", "role_description": "image", "value": null, "position": "-391.00;-244.00", "size": "0;0", "children": []}]}, {"name": null, "role": "AXStaticText", "description": "", "role_description": "text", "value": "", "position": "-391.00;-244.00", "size": "0;0", "children": []}, {"name": null, "role": "AXGroup", "description": null, "role_description": "group", "value": 0, "position": "-391.00;-244.00", "size": "0;17", "children": []}]}, {"name": null, "role": "AXStaticText", "description": "When rendering a node:", "role_description": "text", "value": "When rendering a node:", "position": "-391.00;-244.00", "size": "-6;17", "children": []}, {"name": null, "role": "AXRadioButton", "description": "Use default renderer", "role_description": "radio button", "value": 1, "position": "-391.00;-244.00", "size": "-26;25", "children": []}, {"name": null, "role": "AXRadioButton", "description": "Use the following expression:", "role_description": "radio button", "value": 0, "position": "-391.00;-244.00", "size": "-26;25", "children": []}, {"name": null, "role": "AXStaticText", "description": "Python", "role_description": "text", "value": "Python", "position": "-391.00;-244.00", "size": "0;0", "children": []}, {"name": null, "role": "AXScrollArea", "description": null, "role_description": "scroll area", "value": 0, "position": "-391.00;-244.00", "size": "-76;29", "children": [{"name": null, "role": "AXTextArea", "description": "Editor", "role_description": "text entry area", "value": "", "position": "-391.00;-244.00", "size": "3;17", "children": []}, {"name": null, "role": "AXScrollBar", "description": null, "role_description": "scroll bar", "value": 0, "position": "-391.00;-244.00", "size": "0;0", "children": []}, {"name": null, "role": "AXScrollBar", "description": null, "role_description": "scroll bar", "value": 0, "position": "-391.00;-244.00", "size": "0;0", "children": []}, {"name": null, "role": "AXGroup", "description": "", "role_description": "group", "value": 0, "position": "-391.00;-244.00", "size": "0;0", "children": [{"name": null, "role": "AXImage", "description": "", "role_description": "image", "value": null, "position": "-391.00;-244.00", "size": "0;0", "children": []}]}, {"name": null, "role": "AXStaticText", "description": "", "role_description": "text", "value": "", "position": "-391.00;-244.00", "size": "0;0", "children": []}, {"name": null, "role": "AXGroup", "description": null, "role_description": "group", "value": 0, "position": "-391.00;-244.00", "size": "0;17", "children": []}]}, {"name": null, "role": "AXImage", "description": "Expand (⇧⏎)", "role_description": "image", "value": null, "position": "-391.00;-244.00", "size": "22;29", "children": []}, {"name": null, "role": "AXTextField", "description": "text/html", "role_description": "text field", "value": "\nUse 'self' as a variable name", "position": "-391.00;-244.00", "size": "-54;15", "children": [{"name": null, "role": "AXTextField", "description": "text/html", "role_description": "text field", "value": null, "position": "-391.00;-244.00", "size": "0;0", "children": []}, {"name": null, "role": "AXTextField", "description": "text/html", "role_description": "text field", "value": null, "position": "-391.00;-244.00", "size": "0;0", "children": []}, {"name": null, "role": "AXTextField", "description": "text/html", "role_description": "text field", "value": null, "position": "-391.00;-244.00", "size": "0;0", "children": []}]}, {"name": null, "role": "AXStaticText", "description": "When expanding a node:", "role_description": "text", "value": "When expanding a node:", "position": "-391.00;-244.00", "size": "-6;17", "children": []}, {"name": null, "role": "AXRadioButton", "description": "Use default renderer", "role_description": "radio button", "value": 1, "position": "-391.00;-244.00", "size": "-26;25", "children": []}, {"name": null, "role": "AXRadioButton", "description": "Use list of expressions:", "role_description": "radio button", "value": 0, "position": "-391.00;-244.00", "size": "-26;25", "children": []}, {"name": null, "role": "AXScrollArea", "description": null, "role_description": "scroll area", "value": 0, "position": "-391.00;-244.00", "size": "-56;90", "children": [{"name": null, "role": "AXTable", "description": "table", "role_description": "table", "value": 0, "position": "-391.00;-244.00", "size": "-56;90", "children": []}, {"name": null, "role": "AXScrollBar", "description": null, "role_description": "scroll bar", "value": 0, "position": "-391.00;-244.00", "size": "0;0", "children": []}, {"name": null, "role": "AXScrollBar", "description": null, "role_description": "scroll bar", "value": 0, "position": "-391.00;-244.00", "size": "0;0", "children": []}, {"name": null, "role": "AXStaticText", "description": null, "role_description": "text", "value": null, "position": "-391.00;-244.00", "size": "15;0", "children": []}]}, {"name": null, "role": "AXGroup", "description": "", "role_description": "group", "value": 0, "position": "-391.00;-244.00", "size": "-56;24", "children": [{"name": null, "role": "AXImage", "description": "", "role_description": "image", "value": null, "position": "-391.00;-244.00", "size": "26;24", "children": []}]}, {"name": null, "role": "AXTextField", "description": "text/html", "role_description": "text field", "value": "\nUse 'self' as a variable name", "position": "-391.00;-244.00", "size": "-54;15", "children": [{"name": null, "role": "AXTextField", "description": "text/html", "role_description": "text field", "value": null, "position": "-391.00;-244.00", "size": "0;0", "children": []}, {"name": null, "role": "AXTextField", "description": "text/html", "role_description": "text field", "value": null, "position": "-391.00;-244.00", "size": "0;0", "children": []}, {"name": null, "role": "AXTextField", "description": "text/html", "role_description": "text field", "value": null, "position": "-391.00;-244.00", "size": "0;0", "children": []}]}, {"name": null, "role": "AXCheckBox", "description": "Append default children", "role_description": "checkbox", "value": 0, "position": "-391.00;-244.00", "size": "-50;25", "children": []}]}, {"name": null, "role": "AXCheckBox", "description": "Attach to subprocess automatically while debugging", "role_description": "checkbox", "value": 1, "position": "-391.00;-244.00", "size": "350;25", "children": []}, {"name": null, "role": "AXCheckBox", "description": "Collect run-time types information for code insight", "role_description": "checkbox", "value": 0, "position": "-391.00;-244.00", "size": "338;25", "children": []}, {"name": null, "role": "AXCheckBox", "description": "Gevent compatible", "role_description": "checkbox", "value": 0, "position": "-391.00;-244.00", "size": "144;25", "children": []}, {"name": null, "role": "AXCheckBox", "description": "PyQt compatible", "role_description": "checkbox", "value": 1, "position": "-391.00;-244.00", "size": "130;25", "children": []}, {"name": null, "role": "AXImage", "description": null, "role_description": "image", "value": null, "position": "-391.00;-244.00", "size": "16;16", "children": []}, {"name": null, "role": "AXPopUpButton", "description": null, "role_description": "pop up button", "value": "Auto", "position": "-391.00;-244.00", "size": "120;34", "children": [{"name": null, "role": "AXPopUpButton", "description": null, "role_description": "pop up button", "value": null, "position": "-391.00;-244.00", "size": "0;0", "children": [{"name": null, "role": "AXMenuItem", "description": null, "role_description": "menu item", "value": null, "position": "-391.00;-244.00", "size": "0;0", "children": [{"name": null, "role": "AXList", "description": "list", "role_description": "list", "value": 0, "position": "-391.00;-244.00", "size": "0;0", "children": [{"name": null, "role": "AXRow", "description": "Auto", "role_description": "row", "value": 0, "position": "-391.00;-244.00", "size": "0;24", "children": [{"name": null, "role": "AXStaticText", "description": "Auto", "role_description": "text", "value": 0, "position": "-391.00;-244.00", "size": "0;24", "children": []}]}, {"name": null, "role": "AXRow", "description": "PyQt4", "role_description": "row", "value": 0, "position": "-391.00;-244.00", "size": "0;24", "children": [{"name": null, "role": "AXStaticText", "description": "PyQt4", "role_description": "text", "value": 0, "position": "-391.00;-244.00", "size": "0;24", "children": []}]}, {"name": null, "role": "AXRow", "description": "PyQt5", "role_description": "row", "value": 0, "position": "-391.00;-244.00", "size": "0;24", "children": [{"name": null, "role": "AXStaticText", "description": "PyQt5", "role_description": "text", "value": 0, "position": "-391.00;-244.00", "size": "0;24", "children": []}]}, {"name": null, "role": "AXRow", "description": "PyQt6", "role_description": "row", "value": 0, "position": "-391.00;-244.00", "size": "0;24", "children": [{"name": null, "role": "AXStaticText", "description": "PyQt6", "role_description": "text", "value": 0, "position": "-391.00;-244.00", "size": "0;24", "children": []}]}, {"name": null, "role": "AXRow", "description": "PySide", "role_description": "row", "value": 0, "position": "-391.00;-244.00", "size": "0;24", "children": [{"name": null, "role": "AXStaticText", "description": "PySide", "role_description": "text", "value": 0, "position": "-391.00;-244.00", "size": "0;24", "children": []}]}, {"name": null, "role": "AXRow", "description": "PySide2", "role_description": "row", "value": 0, "position": "-391.00;-244.00", "size": "0;24", "children": [{"name": null, "role": "AXStaticText", "description": "PySide2", "role_description": "text", "value": 0, "position": "-391.00;-244.00", "size": "0;24", "children": []}]}, {"name": null, "role": "AXRow", "description": "PySide6", "role_description": "row", "value": 0, "position": "-391.00;-244.00", "size": "0;24", "children": [{"name": null, "role": "AXStaticText", "description": "PySide6", "role_description": "text", "value": 0, "position": "-391.00;-244.00", "size": "0;24", "children": []}]}]}, {"name": null, "role": "AXScrollBar", "description": null, "role_description": "scroll bar", "value": 0, "position": "-391.00;-244.00", "size": "0;0", "children": []}]}]}]}, {"name": null, "role": "AXStaticText", "description": "                                             ", "role_description": "text", "value": "                                             ", "position": "-391.00;-244.00", "size": "165;17", "children": []}, {"name": null, "role": "AXLink", "description": "Clear caches", "role_description": "link", "value": null, "position": "-391.00;-244.00", "size": "82;17", "children": []}, {"name": null, "role": "AXCheckBox", "description": "Drop into debugger on failed tests", "role_description": "checkbox", "value": 0, "position": "-391.00;-244.00", "size": "239;25", "children": []}, {"name": null, "role": "AXStaticText", "description": "For Attach To Process show processes with names containing:", "role_description": "text", "value": "For Attach To Process show processes with names containing:", "position": "-391.00;-244.00", "size": "389;17", "children": []}, {"name": null, "role": "AXTextField", "description": "For Attach To Process show processes with names containing:", "role_description": "text field", "value": "python", "position": "-391.00;-244.00", "size": "150;34", "children": []}, {"name": null, "role": "AXCheckBox", "description": "Always show Debug Console", "role_description": "checkbox", "value": 1, "position": "-391.00;-244.00", "size": "206;25", "children": []}, {"name": null, "role": "AXCheckBox", "description": "Use IPython if available", "role_description": "checkbox", "value": 1, "position": "-391.00;-244.00", "size": "172;25", "children": []}, {"name": null, "role": "AXCheckBox", "description": "Show console variables by default", "role_description": "checkbox", "value": 1, "position": "-391.00;-244.00", "size": "238;25", "children": []}, {"name": null, "role": "AXCheckBox", "description": "Use existing console for \"Run with Python Console\"", "role_description": "checkbox", "value": 0, "position": "-391.00;-244.00", "size": "344;25", "children": []}, {"name": null, "role": "AXCheckBox", "description": "Command queue for Python Console", "role_description": "checkbox", "value": 0, "position": "-391.00;-244.00", "size": "254;25", "children": []}, {"name": null, "role": "AXPopUpButton", "description": null, "role_description": "pop up button", "value": "Static", "position": "-391.00;-244.00", "size": "119;34", "children": [{"name": null, "role": "AXPopUpButton", "description": null, "role_description": "pop up button", "value": null, "position": "-391.00;-244.00", "size": "0;0", "children": [{"name": null, "role": "AXMenuItem", "description": null, "role_description": "menu item", "value": null, "position": "-391.00;-244.00", "size": "0;0", "children": [{"name": null, "role": "AXList", "description": "list", "role_description": "list", "value": 0, "position": "-391.00;-244.00", "size": "0;0", "children": [{"name": null, "role": "AXRow", "description": "Runtime", "role_description": "row", "value": 0, "position": "-391.00;-244.00", "size": "0;24", "children": [{"name": null, "role": "AXStaticText", "description": "Runtime", "role_description": "text", "value": 0, "position": "-391.00;-244.00", "size": "0;24", "children": []}]}, {"name": null, "role": "AXRow", "description": "Static", "role_description": "row", "value": 0, "position": "-391.00;-244.00", "size": "0;24", "children": [{"name": null, "role": "AXStaticText", "description": "Static", "role_description": "text", "value": 0, "position": "-391.00;-244.00", "size": "0;24", "children": []}]}]}, {"name": null, "role": "AXScrollBar", "description": null, "role_description": "scroll bar", "value": 24, "position": "-391.00;-244.00", "size": "0;0", "children": []}]}]}]}, {"name": null, "role": "AXStaticText", "description": "Code completion", "role_description": "text", "value": "Code completion", "position": "-391.00;-244.00", "size": "105;17", "children": []}, {"name": null, "role": "AXScrollArea", "description": null, "role_description": "scroll area", "value": 0, "position": "-391.00;-244.00", "size": "711;600", "children": [{"name": null, "role": "AXScrollBar", "description": null, "role_description": "scroll bar", "value": 0, "position": "-391.00;-244.00", "size": "0;0", "children": []}, {"name": null, "role": "AXScrollBar", "description": null, "role_description": "scroll bar", "value": 0, "position": "-391.00;-244.00", "size": "0;0", "children": []}, {"name": null, "role": "AXGroup", "description": "", "role_description": "group", "value": 0, "position": "-391.00;-244.00", "size": "40;34", "children": []}, {"name": null, "role": "AXScrollArea", "description": null, "role_description": "scroll area", "value": 0, "position": "-391.00;-244.00", "size": "679;153", "children": [{"name": null, "role": "AXScrollBar", "description": null, "role_description": "scroll bar", "value": 0, "position": "-391.00;-244.00", "size": "14;151", "children": []}, {"name": null, "role": "AXScrollBar", "description": null, "role_description": "scroll bar", "value": 0, "position": "-391.00;-244.00", "size": "0;0", "children": []}, {"name": null, "role": "AXGroup", "description": "", "role_description": "group", "value": 0, "position": "-391.00;-244.00", "size": "0;0", "children": []}, {"name": null, "role": "AXStaticText", "description": "", "role_description": "text", "value": "", "position": "-391.00;-244.00", "size": "0;0", "children": []}, {"name": null, "role": "AXGroup", "description": null, "role_description": "group", "value": 0, "position": "-391.00;-244.00", "size": "0;151", "children": []}, {"name": null, "role": "AXTextArea", "description": "Editor", "role_description": "text entry area", "value": "import sys; print('Python %s on %s' % (sys.version, sys.platform))\nsys.path.extend([WORKING_DIR_AND_PYTHON_PATHS])\n", "position": "-391.00;-244.00", "size": "677;151", "children": []}]}, {"name": null, "role": "AXStaticText", "description": "Environment", "role_description": "text", "value": "Environment", "position": "-391.00;-244.00", "size": "106;29", "children": []}, {"name": null, "role": "AXStaticText", "description": "Environment variables:", "role_description": "text", "value": "Environment variables:", "position": "-391.00;-244.00", "size": "140;17", "children": []}, {"name": null, "role": "AXTextField", "description": "Environment variables:", "role_description": "text field", "value": "", "position": "-391.00;-244.00", "size": "649;34", "children": []}, {"name": null, "role": "AXStaticText", "description": "Python interpreter:", "role_description": "text", "value": "Python interpreter:", "position": "-391.00;-244.00", "size": "116;17", "children": []}, {"name": null, "role": "AXPopUpButton", "description": "Python interpreter:", "role_description": "pop up button", "value": null, "position": "-391.00;-244.00", "size": "530;34", "children": [{"name": null, "role": "AXPopUpButton", "description": null, "role_description": "pop up button", "value": null, "position": "-391.00;-244.00", "size": "0;0", "children": [{"name": null, "role": "AXMenuItem", "description": null, "role_description": "menu item", "value": null, "position": "-391.00;-244.00", "size": "0;0", "children": [{"name": null, "role": "AXList", "description": "list", "role_description": "list", "value": 0, "position": "-391.00;-244.00", "size": "0;0", "children": [{"name": null, "role": "AXRow", "description": "Project Default (/Users/[username]/miniconda3) ~/miniconda3/bin/python", "role_description": "row", "value": 0, "position": "-391.00;-244.00", "size": "0;24", "children": [{"name": null, "role": "AXStaticText", "description": "Project Default (/Users/[username]/miniconda3) ~/miniconda3/bin/python", "role_description": "text", "value": 0, "position": "-391.00;-244.00", "size": "0;24", "children": []}]}, {"name": null, "role": "AXRow", "description": "/Users/[username]/miniconda3 ~/miniconda3/bin/python", "role_description": "row", "value": 0, "position": "-391.00;-244.00", "size": "0;24", "children": [{"name": null, "role": "AXStaticText", "description": "/Users/[username]/miniconda3 ~/miniconda3/bin/python", "role_description": "text", "value": 0, "position": "-391.00;-244.00", "size": "0;24", "children": []}]}]}, {"name": null, "role": "AXScrollBar", "description": null, "role_description": "scroll bar", "value": 0, "position": "-391.00;-244.00", "size": "0;0", "children": []}]}]}]}, {"name": null, "role": "AXStaticText", "description": "Interpreter options:", "role_description": "text", "value": "Interpreter options:", "position": "-391.00;-244.00", "size": "119;17", "children": []}, {"name": null, "role": "AXTextField", "description": "Interpreter options:", "role_description": "text field", "value": "", "position": "-391.00;-244.00", "size": "530;34", "children": []}, {"name": null, "role": "AXStaticText", "description": "Working directory:", "role_description": "text", "value": "Working directory:", "position": "-391.00;-244.00", "size": "113;17", "children": []}, {"name": null, "role": "AXTextField", "description": "Working directory:", "role_description": "text field", "value": "", "position": "-391.00;-244.00", "size": "530;34", "children": []}, {"name": null, "role": "AXStaticText", "description": "Path mappings", "role_description": "text", "value": "Path mappings", "position": "-391.00;-244.00", "size": "0;0", "children": []}, {"name": null, "role": "AXTextField", "description": "Path mappings", "role_description": "text field", "value": "", "position": "-391.00;-244.00", "size": "0;0", "children": []}, {"name": null, "role": "AXLink", "description": "Configure Interpreters", "role_description": "link", "value": null, "position": "-391.00;-244.00", "size": "139;17", "children": []}, {"name": null, "role": "AXCheckBox", "description": "Add content roots to PYTHONPATH", "role_description": "checkbox", "value": 1, "position": "-391.00;-244.00", "size": "249;25", "children": []}, {"name": null, "role": "AXCheckBox", "description": "Add source roots to PYTHONPATH", "role_description": "checkbox", "value": 1, "position": "-391.00;-244.00", "size": "243;25", "children": []}]}, {"name": null, "role": "AXScrollArea", "description": null, "role_description": "scroll area", "value": 0, "position": "-391.00;-244.00", "size": "711;600", "children": [{"name": null, "role": "AXScrollBar", "description": null, "role_description": "scroll bar", "value": 0, "position": "-391.00;-244.00", "size": "0;0", "children": []}, {"name": null, "role": "AXScrollBar", "description": null, "role_description": "scroll bar", "value": 0, "position": "-391.00;-244.00", "size": "0;0", "children": []}, {"name": null, "role": "AXScrollArea", "description": null, "role_description": "scroll area", "value": 0, "position": "-391.00;-244.00", "size": "677;503", "children": [{"name": null, "role": "AXList", "description": "list", "role_description": "list", "value": 0, "position": "-391.00;-244.00", "size": "677;503", "children": []}, {"name": null, "role": "AXScrollBar", "description": null, "role_description": "scroll bar", "value": 0, "position": "-391.00;-244.00", "size": "0;0", "children": []}, {"name": null, "role": "AXScrollBar", "description": null, "role_description": "scroll bar", "value": 0, "position": "-391.00;-244.00", "size": "0;0", "children": []}]}, {"name": null, "role": "AXGroup", "description": "Action Toolbar", "role_description": "group", "value": 0, "position": "-391.00;-244.00", "size": "677;24", "children": [{"name": null, "role": "AXButton", "description": "Add", "role_description": "button", "value": null, "position": "-391.00;-244.00", "size": "26;24", "children": []}, {"name": null, "role": "AXButton", "description": "Remove", "role_description": "button", "value": null, "position": "-391.00;-244.00", "size": "26;24", "children": []}, {"name": null, "role": "AXButton", "description": "Edit", "role_description": "button", "value": null, "position": "-391.00;-244.00", "size": "26;24", "children": []}]}, {"name": null, "role": "AXStaticText", "description": "Specify a list of plugins required for your project. PyCharm will notify you if a required plugin is missing or needs an update.", "role_description": "text", "value": "Specify a list of plugins required for your project. PyCharm will notify you if a required plugin is missing or needs an update.", "position": "-391.00;-244.00", "size": "679;39", "children": []}]}, {"name": null, "role": "AXScrollArea", "description": null, "role_description": "scroll area", "value": 0, "position": "-391.00;-244.00", "size": "711;600", "children": [{"name": null, "role": "AXScrollBar", "description": null, "role_description": "scroll bar", "value": 0, "position": "-391.00;-244.00", "size": "0;0", "children": []}, {"name": null, "role": "AXScrollBar", "description": null, "role_description": "scroll bar", "value": 0, "position": "-391.00;-244.00", "size": "0;0", "children": []}, {"name": null, "role": "AXStaticText", "description": "Projects located under these local directories will be considered as trusted", "role_description": "text", "value": "Projects located under these local directories will be considered as trusted", "position": "-391.00;-244.00", "size": "459;17", "children": []}, {"name": null, "role": "AXScrollArea", "description": null, "role_description": "scroll area", "value": 0, "position": "-391.00;-244.00", "size": "677;517", "children": [{"name": null, "role": "AXList", "description": "list", "role_description": "list", "value": 0, "position": "-391.00;-244.00", "size": "677;517", "children": []}, {"name": null, "role": "AXScrollBar", "description": null, "role_description": "scroll bar", "value": 0, "position": "-391.00;-244.00", "size": "0;0", "children": []}, {"name": null, "role": "AXScrollBar", "description": null, "role_description": "scroll bar", "value": 0, "position": "-391.00;-244.00", "size": "0;0", "children": []}]}, {"name": null, "role": "AXGroup", "description": "Action Toolbar", "role_description": "group", "value": 0, "position": "-391.00;-244.00", "size": "677;24", "children": [{"name": null, "role": "AXButton", "description": "Add", "role_description": "button", "value": null, "position": "-391.00;-244.00", "size": "26;24", "children": []}, {"name": null, "role": "AXButton", "description": "Remove", "role_description": "button", "value": null, "position": "-391.00;-244.00", "size": "26;24", "children": []}, {"name": null, "role": "AXButton", "description": "Up", "role_description": "button", "value": null, "position": "-391.00;-244.00", "size": "26;24", "children": []}, {"name": null, "role": "AXButton", "description": "Down", "role_description": "button", "value": null, "position": "-391.00;-244.00", "size": "26;24", "children": []}]}]}, {"name": null, "role": "AXScrollArea", "description": null, "role_description": "scroll area", "value": 0, "position": "-391.00;-244.00", "size": "711;600", "children": [{"name": null, "role": "AXScrollBar", "description": null, "role_description": "scroll bar", "value": 0, "position": "-391.00;-244.00", "size": "0;0", "children": []}, {"name": null, "role": "AXScrollBar", "description": null, "role_description": "scroll bar", "value": 0, "position": "-391.00;-244.00", "size": "0;0", "children": []}, {"name": null, "role": "AXImage", "description": null, "role_description": "image", "value": null, "position": "-391.00;-244.00", "size": "16;16", "children": []}, {"name": null, "role": "AXStaticText", "description": "Upgrade to PyCharm Professional", "role_description": "text", "value": "Upgrade to PyCharm Professional", "position": "-391.00;-244.00", "size": "262;20", "children": []}, {"name": null, "role": "AXTextField", "description": "text/html", "role_description": "text field", "value": "\nGet specialized Django  support with advanced debugging capabilities, live templates, and more:", "position": "-391.00;-244.00", "size": "647;17", "children": [{"name": null, "role": "AXTextField", "description": "text/html", "role_description": "text field", "value": null, "position": "-391.00;-244.00", "size": "0;0", "children": []}, {"name": null, "role": "AXTextField", "description": "text/html", "role_description": "text field", "value": null, "position": "-391.00;-244.00", "size": "98;17", "children": []}, {"name": null, "role": "AXTextField", "description": "text/html", "role_description": "text field", "value": null, "position": "-391.00;-244.00", "size": "43;17", "children": []}, {"name": null, "role": "AXTextField", "description": "text/html", "role_description": "text field", "value": null, "position": "-391.00;-244.00", "size": "449;17", "children": []}, {"name": null, "role": "AXTextField", "description": "text/html", "role_description": "text field", "value": null, "position": "-391.00;-244.00", "size": "0;17", "children": []}]}, {"name": null, "role": "AXImage", "description": null, "role_description": "image", "value": null, "position": "-391.00;-244.00", "size": "16;16", "children": []}, {"name": null, "role": "AXTextField", "description": "text/html", "role_description": "text field", "value": "\nCode insight and completion for models, views, strings, and more", "position": "-391.00;-244.00", "size": "625;17", "children": [{"name": null, "role": "AXTextField", "description": "text/html", "role_description": "text field", "value": null, "position": "-391.00;-244.00", "size": "0;0", "children": []}, {"name": null, "role": "AXTextField", "description": "text/html", "role_description": "text field", "value": null, "position": "-391.00;-244.00", "size": "402;17", "children": []}, {"name": null, "role": "AXTextField", "description": "text/html", "role_description": "text field", "value": null, "position": "-391.00;-244.00", "size": "0;17", "children": []}]}, {"name": null, "role": "AXImage", "description": null, "role_description": "image", "value": null, "position": "-391.00;-244.00", "size": "16;16", "children": []}, {"name": null, "role": "AXTextField", "description": "text/html", "role_description": "text field", "value": "\nDjango templates support: Get syntax and error highlighting, code completion, navigation, and more for your Django templates", "position": "-391.00;-244.00", "size": "625;34", "children": [{"name": null, "role": "AXTextField", "description": "text/html", "role_description": "text field", "value": null, "position": "-391.00;-244.00", "size": "0;0", "children": []}, {"name": null, "role": "AXTextField", "description": "text/html", "role_description": "text field", "value": null, "position": "-391.00;-244.00", "size": "618;34", "children": []}, {"name": null, "role": "AXTextField", "description": "text/html", "role_description": "text field", "value": null, "position": "-391.00;-244.00", "size": "0;17", "children": []}]}, {"name": null, "role": "AXImage", "description": null, "role_description": "image", "value": null, "position": "-391.00;-244.00", "size": "16;16", "children": []}, {"name": null, "role": "AXTextField", "description": "text/html", "role_description": "text field", "value": "\nEndpoints: Get an overview of all declared URLs and endpoints when working with APIs", "position": "-391.00;-244.00", "size": "625;17", "children": [{"name": null, "role": "AXTextField", "description": "text/html", "role_description": "text field", "value": null, "position": "-391.00;-244.00", "size": "0;0", "children": []}, {"name": null, "role": "AXTextField", "description": "text/html", "role_description": "text field", "value": null, "position": "-391.00;-244.00", "size": "537;17", "children": []}, {"name": null, "role": "AXTextField", "description": "text/html", "role_description": "text field", "value": null, "position": "-391.00;-244.00", "size": "0;17", "children": []}]}, {"name": null, "role": "AXButton", "description": "Get PyCharm Professional", "role_description": "button", "value": null, "position": "-391.00;-244.00", "size": "215;34", "children": []}, {"name": null, "role": "AXTextField", "description": "text/html", "role_description": "text field", "value": "\nFree 30-day trial", "position": "-391.00;-244.00", "size": "422;15", "children": [{"name": null, "role": "AXTextField", "description": "text/html", "role_description": "text field", "value": null, "position": "-391.00;-244.00", "size": "0;0", "children": []}, {"name": null, "role": "AXTextField", "description": "text/html", "role_description": "text field", "value": null, "position": "-391.00;-244.00", "size": "95;15", "children": []}, {"name": null, "role": "AXTextField", "description": "text/html", "role_description": "text field", "value": null, "position": "-391.00;-244.00", "size": "0;15", "children": []}]}]}, {"name": null, "role": "AXScrollArea", "description": null, "role_description": "scroll area", "value": 0, "position": "-391.00;-244.00", "size": "711;600", "children": [{"name": null, "role": "AXScrollBar", "description": null, "role_description": "scroll bar", "value": 0, "position": "-391.00;-244.00", "size": "0;0", "children": []}, {"name": null, "role": "AXScrollBar", "description": null, "role_description": "scroll bar", "value": 0, "position": "-391.00;-244.00", "size": "0;0", "children": []}, {"name": null, "role": "AXStaticText", "description": "Default layout:", "role_description": "text", "value": "Default layout:", "position": "-391.00;-244.00", "size": "89;17", "children": []}, {"name": null, "role": "AXPopUpButton", "description": "Default layout:", "role_description": "pop up button", "value": "Editor and Preview", "position": "-391.00;-244.00", "size": "181;34", "children": [{"name": null, "role": "AXPopUpButton", "description": null, "role_description": "pop up button", "value": null, "position": "-391.00;-244.00", "size": "0;0", "children": [{"name": null, "role": "AXMenuItem", "description": null, "role_description": "menu item", "value": null, "position": "-391.00;-244.00", "size": "0;0", "children": [{"name": null, "role": "AXList", "description": "list", "role_description": "list", "value": 0, "position": "-391.00;-244.00", "size": "0;0", "children": [{"name": null, "role": "AXRow", "description": "Editor", "role_description": "row", "value": 0, "position": "-391.00;-244.00", "size": "0;24", "children": [{"name": null, "role": "AXStaticText", "description": "Editor", "role_description": "text", "value": 0, "position": "-391.00;-244.00", "size": "0;24", "children": []}]}, {"name": null, "role": "AXRow", "description": "Preview", "role_description": "row", "value": 0, "position": "-391.00;-244.00", "size": "0;24", "children": [{"name": null, "role": "AXStaticText", "description": "Preview", "role_description": "text", "value": 0, "position": "-391.00;-244.00", "size": "0;24", "children": []}]}, {"name": null, "role": "AXRow", "description": "Editor and Preview", "role_description": "row", "value": 0, "position": "-391.00;-244.00", "size": "0;24", "children": [{"name": null, "role": "AXStaticText", "description": "Editor and Preview", "role_description": "text", "value": 0, "position": "-391.00;-244.00", "size": "0;24", "children": []}]}]}, {"name": null, "role": "AXScrollBar", "description": null, "role_description": "scroll bar", "value": 48, "position": "-391.00;-244.00", "size": "0;0", "children": []}]}]}]}, {"name": null, "role": "AXStaticText", "description": "Preview layout:", "role_description": "text", "value": "Preview layout:", "position": "-391.00;-244.00", "size": "94;17", "children": []}, {"name": null, "role": "AXPopUpButton", "description": "Preview layout:", "role_description": "pop up button", "value": "Split vertically", "position": "-391.00;-244.00", "size": "181;34", "children": [{"name": null, "role": "AXPopUpButton", "description": null, "role_description": "pop up button", "value": null, "position": "-391.00;-244.00", "size": "0;0", "children": [{"name": null, "role": "AXMenuItem", "description": null, "role_description": "menu item", "value": null, "position": "-391.00;-244.00", "size": "0;0", "children": [{"name": null, "role": "AXList", "description": "list", "role_description": "list", "value": 0, "position": "-391.00;-244.00", "size": "0;0", "children": [{"name": null, "role": "AXRow", "description": "Split horizontally", "role_description": "row", "value": 0, "position": "-391.00;-244.00", "size": "0;24", "children": [{"name": null, "role": "AXStaticText", "description": "Split horizontally", "role_description": "text", "value": 0, "position": "-391.00;-244.00", "size": "0;24", "children": []}]}, {"name": null, "role": "AXRow", "description": "Split vertically", "role_description": "row", "value": 0, "position": "-391.00;-244.00", "size": "0;24", "children": [{"name": null, "role": "AXStaticText", "description": "Split vertically", "role_description": "text", "value": 0, "position": "-391.00;-244.00", "size": "0;24", "children": []}]}]}, {"name": null, "role": "AXScrollBar", "description": null, "role_description": "scroll bar", "value": 24, "position": "-391.00;-244.00", "size": "0;0", "children": []}]}]}]}, {"name": null, "role": "AXStaticText", "description": "Preview font size:", "role_description": "text", "value": "Preview font size:", "position": "-391.00;-244.00", "size": "109;17", "children": []}, {"name": null, "role": "AXTextField", "description": "Preview font size:", "role_description": "text field", "value": "13", "position": "-391.00;-244.00", "size": "72;34", "children": []}, {"name": null, "role": "AXCheckBox", "description": "Sync scroll in the editor and preview", "role_description": "checkbox", "value": 1, "position": "-391.00;-244.00", "size": "252;25", "children": []}, {"name": null, "role": "AXCheckBox", "description": "Inject languages in code fences", "role_description": "checkbox", "value": 1, "position": "-391.00;-244.00", "size": "222;25", "children": []}, {"name": null, "role": "AXCheckBox", "description": "Show problems in code fences", "role_description": "checkbox", "value": 1, "position": "-391.00;-244.00", "size": "217;25", "children": []}, {"name": null, "role": "AXCheckBox", "description": "Group documents with the same name, but different extensions (.md, .html, .docx, .pdf)", "role_description": "checkbox", "value": 0, "position": "-391.00;-244.00", "size": "566;25", "children": []}, {"name": null, "role": "AXCheckBox", "description": "Detect commands that can be run right from Markdown files", "role_description": "checkbox", "value": 1, "position": "-391.00;-244.00", "size": "399;25", "children": []}, {"name": null, "role": "AXStaticText", "description": "Markdown Extensions:", "role_description": "text", "value": "Markdown Extensions:", "position": "-391.00;-244.00", "size": "139;17", "children": []}, {"name": null, "role": "AXCheckBox", "description": "PlantUML", "role_description": "checkbox", "value": 0, "position": "-391.00;-244.00", "size": "88;25", "children": []}, {"name": null, "role": "AXImage", "description": null, "role_description": "image", "value": null, "position": "-391.00;-244.00", "size": "16;16", "children": []}, {"name": null, "role": "AXLink", "description": "Install", "role_description": "link", "value": null, "position": "-391.00;-244.00", "size": "38;17", "children": []}, {"name": null, "role": "AXStaticText", "description": "Custom CSS", "role_description": "text", "value": "Custom CSS", "position": "-391.00;-244.00", "size": "106;29", "children": []}, {"name": null, "role": "AXCheckBox", "description": "Load from:", "role_description": "checkbox", "value": 0, "position": "-391.00;-244.00", "size": "0;0", "children": []}, {"name": null, "role": "AXTextField", "description": null, "role_description": "text field", "value": "", "position": "-391.00;-244.00", "size": "0;0", "children": []}, {"name": null, "role": "AXCheckBox", "description": "CSS rules:", "role_description": "checkbox", "value": 0, "position": "-391.00;-244.00", "size": "0;0", "children": []}, {"name": null, "role": "AXScrollArea", "description": null, "role_description": "scroll area", "value": 0, "position": "-391.00;-244.00", "size": "0;0", "children": [{"name": null, "role": "AXTextArea", "description": "Editor", "role_description": "text entry area", "value": "", "position": "-391.00;-244.00", "size": "7;88", "children": []}, {"name": null, "role": "AXScrollBar", "description": null, "role_description": "scroll bar", "value": 0, "position": "-391.00;-244.00", "size": "0;0", "children": []}, {"name": null, "role": "AXScrollBar", "description": null, "role_description": "scroll bar", "value": 0, "position": "-391.00;-244.00", "size": "0;0", "children": []}, {"name": null, "role": "AXGroup", "description": "", "role_description": "group", "value": 0, "position": "-391.00;-244.00", "size": "0;0", "children": [{"name": null, "role": "AXImage", "description": "", "role_description": "image", "value": null, "position": "-391.00;-244.00", "size": "0;0", "children": []}]}, {"name": null, "role": "AXStaticText", "description": "", "role_description": "text", "value": "", "position": "-391.00;-244.00", "size": "0;0", "children": []}, {"name": null, "role": "AXGroup", "description": null, "role_description": "group", "value": 0, "position": "-391.00;-244.00", "size": "24;88", "children": []}]}, {"name": null, "role": "AXStaticText", "description": "Pandoc Settings", "role_description": "text", "value": "Pandoc Settings", "position": "-391.00;-244.00", "size": "130;29", "children": []}, {"name": null, "role": "AXStaticText", "description": "Path to Pandoc executable:", "role_description": "text", "value": "Path to Pandoc executable:", "position": "-391.00;-244.00", "size": "0;0", "children": []}, {"name": null, "role": "AXTextField", "description": "Cannot find the Pandoc executable", "role_description": "text field", "value": "", "position": "-391.00;-244.00", "size": "0;0", "children": []}, {"name": null, "role": "AXButton", "description": "Test", "role_description": "button", "value": null, "position": "-391.00;-244.00", "size": "0;0", "children": []}, {"name": null, "role": "AXStaticText", "description": "Save images from Microsoft Word to:", "role_description": "text", "value": "Save images from Microsoft Word to:", "position": "-391.00;-244.00", "size": "71;17", "children": []}, {"name": null, "role": "AXTextField", "description": null, "role_description": "text field", "value": "", "position": "-391.00;-244.00", "size": "78;34", "children": []}, {"name": null, "role": "AXTextField", "description": "text/html", "role_description": "text field", "value": "\nConfigure in-editor assistance in Smart Keys Settings", "position": "-391.00;-244.00", "size": "679;15", "children": [{"name": null, "role": "AXTextField", "description": "text/html", "role_description": "text field", "value": null, "position": "-391.00;-244.00", "size": "0;0", "children": []}, {"name": null, "role": "AXTextField", "description": "text/html", "role_description": "text field", "value": null, "position": "-391.00;-244.00", "size": "188;15", "children": []}, {"name": null, "role": "AXTextField", "description": "text/html", "role_description": "text field", "value": null, "position": "-391.00;-244.00", "size": "115;15", "children": []}, {"name": null, "role": "AXTextField", "description": "text/html", "role_description": "text field", "value": null, "position": "-391.00;-244.00", "size": "0;15", "children": []}]}]}, {"name": null, "role": "AXPopUpButton", "description": "Preview panel:", "role_description": "pop up button", "value": "JCEF", "position": "-391.00;-244.00", "size": "579;34", "children": [{"name": null, "role": "AXPopUpButton", "description": null, "role_description": "pop up button", "value": null, "position": "-391.00;-244.00", "size": "0;0", "children": [{"name": null, "role": "AXMenuItem", "description": null, "role_description": "menu item", "value": null, "position": "-391.00;-244.00", "size": "0;0", "children": [{"name": null, "role": "AXList", "description": "list", "role_description": "list", "value": 0, "position": "-391.00;-244.00", "size": "0;0", "children": [{"name": null, "role": "AXRow", "description": "JCEF", "role_description": "row", "value": 0, "position": "-391.00;-244.00", "size": "0;24", "children": [{"name": null, "role": "AXStaticText", "description": "JCEF", "role_description": "text", "value": 0, "position": "-391.00;-244.00", "size": "0;24", "children": []}]}, {"name": null, "role": "AXRow", "description": "Swing", "role_description": "row", "value": 0, "position": "-391.00;-244.00", "size": "0;24", "children": [{"name": null, "role": "AXStaticText", "description": "Swing", "role_description": "text", "value": 0, "position": "-391.00;-244.00", "size": "0;24", "children": []}]}]}, {"name": null, "role": "AXScrollBar", "description": null, "role_description": "scroll bar", "value": 0, "position": "-391.00;-244.00", "size": "0;0", "children": []}]}]}]}, {"name": null, "role": "AXStaticText", "description": "Preview panel:", "role_description": "text", "value": "Preview panel:", "position": "-391.00;-244.00", "size": "90;34", "children": []}, {"name": null, "role": "AXScrollArea", "description": null, "role_description": "scroll area", "value": 0, "position": "-391.00;-244.00", "size": "677;234", "children": [{"name": null, "role": "AXTable", "description": "table", "role_description": "table", "value": 0, "position": "-391.00;-244.00", "size": "677;234", "children": []}, {"name": null, "role": "AXScrollBar", "description": null, "role_description": "scroll bar", "value": 0, "position": "-391.00;-244.00", "size": "0;0", "children": []}, {"name": null, "role": "AXScrollBar", "description": null, "role_description": "scroll bar", "value": 0, "position": "-391.00;-244.00", "size": "0;0", "children": []}, {"name": null, "role": "AXStaticText", "description": "URI", "role_description": "text", "value": "URI", "position": "-391.00;-244.00", "size": "314;0", "children": []}, {"name": null, "role": "AXStaticText", "description": "Location", "role_description": "text", "value": "Location", "position": "-391.00;-244.00", "size": "313;0", "children": []}, {"name": null, "role": "AXStaticText", "description": "Project", "role_description": "text", "value": "Project", "position": "-391.00;-244.00", "size": "50;0", "children": []}]}, {"name": null, "role": "AXGroup", "description": "Action Toolbar", "role_description": "group", "value": 0, "position": "-391.00;-244.00", "size": "677;24", "children": [{"name": null, "role": "AXButton", "description": "Add", "role_description": "button", "value": null, "position": "-391.00;-244.00", "size": "26;24", "children": []}, {"name": null, "role": "AXButton", "description": "Remove", "role_description": "button", "value": null, "position": "-391.00;-244.00", "size": "26;24", "children": []}, {"name": null, "role": "AXButton", "description": "Edit", "role_description": "button", "value": null, "position": "-391.00;-244.00", "size": "26;24", "children": []}]}, {"name": null, "role": "AXScrollArea", "description": null, "role_description": "scroll area", "value": 0, "position": "-391.00;-244.00", "size": "677;228", "children": [{"name": null, "role": "AXTable", "description": "table", "role_description": "table", "value": 0, "position": "-391.00;-244.00", "size": "677;228", "children": [{"name": null, "role": "AXRow", "description": "http://relaxng.org/ns/compatibility/annotations/1.0", "role_description": "row", "value": 0, "position": "-391.00;-244.00", "size": "677;21", "children": [{"name": null, "role": "AXCell", "description": "http://relaxng.org/ns/compatibility/annotations/1.0", "role_description": "cell", "value": 0, "position": "-391.00;-244.00", "size": "677;21", "children": [{"name": null, "role": "AXStaticText", "description": "http://relaxng.org/ns/compatibility/annotations/1.0", "role_description": "text", "value": 0, "position": "-391.00;-244.00", "size": "677;21", "children": []}]}]}]}, {"name": null, "role": "AXScrollBar", "description": null, "role_description": "scroll bar", "value": 0, "position": "-391.00;-244.00", "size": "0;0", "children": []}, {"name": null, "role": "AXScrollBar", "description": null, "role_description": "scroll bar", "value": 0, "position": "-391.00;-244.00", "size": "0;0", "children": []}, {"name": null, "role": "AXStaticText", "description": "URI", "role_description": "text", "value": "URI", "position": "-391.00;-244.00", "size": "677;0", "children": []}]}, {"name": null, "role": "AXGroup", "description": "Action Toolbar", "role_description": "group", "value": 0, "position": "-391.00;-244.00", "size": "677;24", "children": [{"name": null, "role": "AXButton", "description": "Add", "role_description": "button", "value": null, "position": "-391.00;-244.00", "size": "26;24", "children": []}, {"name": null, "role": "AXButton", "description": "Remove", "role_description": "button", "value": null, "position": "-391.00;-244.00", "size": "26;24", "children": []}, {"name": null, "role": "AXButton", "description": "Edit", "role_description": "button", "value": null, "position": "-391.00;-244.00", "size": "26;24", "children": []}]}, {"name": null, "role": "AXScrollArea", "description": null, "role_description": "scroll area", "value": 0, "position": "-391.00;-244.00", "size": "711;600", "children": [{"name": null, "role": "AXScrollBar", "description": null, "role_description": "scroll bar", "value": 0, "position": "-391.00;-244.00", "size": "0;0", "children": []}, {"name": null, "role": "AXScrollBar", "description": null, "role_description": "scroll bar", "value": 0, "position": "-391.00;-244.00", "size": "0;0", "children": []}, {"name": null, "role": "AXRadioButton", "description": "HTML 4 (\"http://www.w3.org/TR/html4/loose.dtd\")", "role_description": "radio button", "value": 0, "position": "-391.00;-244.00", "size": "340;25", "children": []}, {"name": null, "role": "AXRadioButton", "description": "HTML 5", "role_description": "radio button", "value": 1, "position": "-391.00;-244.00", "size": "76;25", "children": []}, {"name": null, "role": "AXRadioButton", "description": "Other doctype:", "role_description": "radio button", "value": 0, "position": "-391.00;-244.00", "size": "120;25", "children": []}, {"name": null, "role": "AXScrollArea", "description": null, "role_description": "scroll area", "value": 0, "position": "-391.00;-244.00", "size": "529;29", "children": [{"name": null, "role": "AXTextArea", "description": "Editor", "role_description": "text entry area", "value": "", "position": "-391.00;-244.00", "size": "513;17", "children": []}, {"name": null, "role": "AXScrollBar", "description": null, "role_description": "scroll bar", "value": 0, "position": "-391.00;-244.00", "size": "0;0", "children": []}, {"name": null, "role": "AXScrollBar", "description": null, "role_description": "scroll bar", "value": 0, "position": "-391.00;-244.00", "size": "0;0", "children": []}, {"name": null, "role": "AXGroup", "description": "", "role_description": "group", "value": 0, "position": "-391.00;-244.00", "size": "0;0", "children": [{"name": null, "role": "AXImage", "description": "", "role_description": "image", "value": null, "position": "-391.00;-244.00", "size": "0;0", "children": []}]}, {"name": null, "role": "AXStaticText", "description": "", "role_description": "text", "value": "", "position": "-391.00;-244.00", "size": "0;0", "children": []}, {"name": null, "role": "AXGroup", "description": null, "role_description": "group", "value": 0, "position": "-391.00;-244.00", "size": "0;17", "children": []}]}, {"name": null, "role": "AXRadioButton", "description": "XML Schema 1.0", "role_description": "radio button", "value": 1, "position": "-391.00;-244.00", "size": "130;25", "children": []}, {"name": null, "role": "AXRadioButton", "description": "XML Schema 1.1", "role_description": "radio button", "value": 0, "position": "-391.00;-244.00", "size": "128;25", "children": []}]}, {"name": null, "role": "AXScrollArea", "description": null, "role_description": "scroll area", "value": 0, "position": "-391.00;-244.00", "size": "711;600", "children": [{"name": null, "role": "AXScrollBar", "description": null, "role_description": "scroll bar", "value": 0, "position": "-391.00;-244.00", "size": "0;0", "children": []}, {"name": null, "role": "AXScrollBar", "description": null, "role_description": "scroll bar", "value": 0, "position": "-391.00;-244.00", "size": "0;0", "children": []}, {"name": null, "role": "AXStaticText", "description": "Catalog property file:", "role_description": "text", "value": "Catalog property file:", "position": "-391.00;-244.00", "size": "130;17", "children": []}, {"name": null, "role": "AXTextField", "description": null, "role_description": "text field", "value": "", "position": "-391.00;-244.00", "size": "539;34", "children": []}]}, {"name": null, "role": "AXScrollArea", "description": null, "role_description": "scroll area", "value": 0, "position": "-391.00;-244.00", "size": "142;575", "children": [{"name": null, "role": "AXOutline", "description": "tree", "role_description": "outline", "value": 0, "position": "-391.00;-244.00", "size": "142;575", "children": []}, {"name": null, "role": "AXScrollBar", "description": null, "role_description": "scroll bar", "value": 0, "position": "-391.00;-244.00", "size": "0;0", "children": []}, {"name": null, "role": "AXScrollBar", "description": null, "role_description": "scroll bar", "value": 0, "position": "-391.00;-244.00", "size": "0;0", "children": []}]}, {"name": null, "role": "AXGroup", "description": "Action Toolbar", "role_description": "group", "value": 0, "position": "-391.00;-244.00", "size": "142;24", "children": [{"name": null, "role": "AXButton", "description": "Add", "role_description": "button", "value": null, "position": "-391.00;-244.00", "size": "26;24", "children": []}, {"name": null, "role": "AXButton", "description": "Delete", "role_description": "button", "value": null, "position": "-391.00;-244.00", "size": "26;24", "children": []}]}, {"name": null, "role": "AXStaticText", "description": "Please add a JSON Schema file and configure its usage", "role_description": "text", "value": "Please add a JSON Schema file and configure its usage", "position": "-391.00;-244.00", "size": "568;600", "children": []}, {"name": null, "role": "AXScrollArea", "description": null, "role_description": "scroll area", "value": 0, "position": "-391.00;-244.00", "size": "711;600", "children": [{"name": null, "role": "AXScrollBar", "description": null, "role_description": "scroll bar", "value": 0, "position": "-391.00;-244.00", "size": "0;0", "children": []}, {"name": null, "role": "AXScrollBar", "description": null, "role_description": "scroll bar", "value": 0, "position": "-391.00;-244.00", "size": "0;0", "children": []}, {"name": null, "role": "AXCheckBox", "description": "Allow downloading JSON Schemas from remote sources", "role_description": "checkbox", "value": 1, "position": "-391.00;-244.00", "size": "374;25", "children": []}, {"name": null, "role": "AXCheckBox", "description": "Use schemastore.org JSON Schema catalog", "role_description": "checkbox", "value": 1, "position": "-391.00;-244.00", "size": "300;25", "children": []}, {"name": null, "role": "AXTextField", "description": "text/html", "role_description": "text field", "value": "\nSchemas will be downloaded and assigned using the SchemaStore API ", "position": "-391.00;-244.00", "size": "560;16", "children": [{"name": null, "role": "AXTextField", "description": "text/html", "role_description": "text field", "value": null, "position": "-391.00;-244.00", "size": "0;0", "children": []}, {"name": null, "role": "AXTextField", "description": "text/html", "role_description": "text field", "value": null, "position": "-391.00;-244.00", "size": "303;15", "children": []}, {"name": null, "role": "AXTextField", "description": "text/html", "role_description": "text field", "value": null, "position": "-391.00;-244.00", "size": "99;15", "children": []}, {"name": null, "role": "AXTextField", "description": "text/html", "role_description": "text field", "value": null, "position": "-391.00;-244.00", "size": "0;15", "children": []}]}, {"name": null, "role": "AXCheckBox", "description": "Always download the most recent version of schemas", "role_description": "checkbox", "value": 0, "position": "-391.00;-244.00", "size": "360;25", "children": []}, {"name": null, "role": "AXTextField", "description": "text/html", "role_description": "text field", "value": "\nSchemas will always be downloaded from the SchemaStore, even if some of them are bundled with the IDE", "position": "-391.00;-244.00", "size": "560;30", "children": [{"name": null, "role": "AXTextField", "description": "text/html", "role_description": "text field", "value": null, "position": "-391.00;-244.00", "size": "0;0", "children": []}, {"name": null, "role": "AXTextField", "description": "text/html", "role_description": "text field", "value": null, "position": "-391.00;-244.00", "size": "539;30", "children": []}, {"name": null, "role": "AXTextField", "description": "text/html", "role_description": "text field", "value": null, "position": "-391.00;-244.00", "size": "0;15", "children": []}]}]}, {"name": null, "role": "AXStaticText", "description": "Log in to Qodana", "role_description": "text", "value": "Log in to Qodana", "position": "-391.00;-244.00", "size": "129;20", "children": []}, {"name": null, "role": "AXButton", "description": "Log In", "role_description": "button", "value": null, "position": "-391.00;-244.00", "size": "78;34", "children": []}, {"name": null, "role": "AXCheckBox", "description": "Enable Qodana Self-Hosted", "role_description": "checkbox", "value": 0, "position": "-391.00;-244.00", "size": "199;25", "children": []}, {"name": null, "role": "AXStaticText", "description": "Qodana server URL:", "role_description": "text", "value": "Qodana server URL:", "position": "-391.00;-244.00", "size": "0;0", "children": []}, {"name": null, "role": "AXTextField", "description": "Qodana server URL:", "role_description": "text field", "value": "", "position": "-391.00;-244.00", "size": "0;0", "children": []}, {"name": null, "role": "AXImage", "description": null, "role_description": "image", "value": null, "position": "-391.00;-244.00", "size": "104;24", "children": []}, {"name": null, "role": "AXTextField", "description": "text/html", "role_description": "text field", "value": "\nThe code quality platform for your favorite CI tool. Evaluate the integrity of code you own, contract, or purchase. Enrich your CI/CD pipelines with all the smart features you love from JetBrains IDEs.", "position": "-391.00;-244.00", "size": "679;51", "children": [{"name": null, "role": "AXTextField", "description": "text/html", "role_description": "text field", "value": null, "position": "-391.00;-244.00", "size": "0;0", "children": []}, {"name": null, "role": "AXTextField", "description": "text/html", "role_description": "text field", "value": null, "position": "-391.00;-244.00", "size": "308;17", "children": []}, {"name": null, "role": "AXTextField", "description": "text/html", "role_description": "text field", "value": null, "position": "-391.00;-244.00", "size": "664;34", "children": []}, {"name": null, "role": "AXTextField", "description": "text/html", "role_description": "text field", "value": null, "position": "-391.00;-244.00", "size": "0;17", "children": []}]}, {"name": null, "role": "AXLink", "description": "Explore Qodana", "role_description": "link", "value": null, "position": "-391.00;-244.00", "size": "117;17", "children": []}, {"name": null, "role": "AXStaticText", "description": "▶  Watch Qodana Overview", "role_description": "text", "value": "▶  Watch Qodana Overview", "position": "-391.00;-244.00", "size": "187;33", "children": []}, {"name": null, "role": "AXImage", "description": null, "role_description": "image", "value": null, "position": "-391.00;-244.00", "size": "500;285", "children": []}, {"name": null, "role": "AXScrollArea", "description": null, "role_description": "scroll area", "value": 0, "position": "-391.00;-244.00", "size": "679;552", "children": [{"name": null, "role": "AXTable", "description": "table", "role_description": "table", "value": 0, "position": "-391.00;-244.00", "size": "677;525", "children": [{"name": null, "role": "AXRow", "description": "Reformat code, , All file types, Any save", "role_description": "row", "value": 0, "position": "-391.00;-244.00", "size": "0;0", "children": [{"name": null, "role": "AXCell", "description": "Reformat code", "role_description": "cell", "value": 0, "position": "-391.00;-244.00", "size": "0;0", "children": [{"name": null, "role": "AXCheckBox", "description": "Reformat code", "role_description": "checkbox", "value": 0, "position": "-391.00;-244.00", "size": "0;0", "children": []}]}, {"name": null, "role": "AXCell", "description": "", "role_description": "cell", "value": 0, "position": "-391.00;-244.00", "size": "0;0", "children": [{"name": null, "role": "AXStaticText", "description": "", "role_description": "text", "value": 0, "position": "-391.00;-244.00", "size": "0;0", "children": [{"name": null, "role": "AXStaticText", "description": null, "role_description": "text", "value": null, "position": "-391.00;-244.00", "size": "0;0", "children": []}, {"name": null, "role": "AXTextField", "description": "text/html", "role_description": "text field", "value": "", "position": "-391.00;-244.00", "size": "0;0", "children": [{"name": null, "role": "AXTextField", "description": "text/html", "role_description": "text field", "value": null, "position": "-391.00;-244.00", "size": "0;0", "children": []}]}]}]}, {"name": null, "role": "AXCell", "description": "All file types", "role_description": "cell", "value": 0, "position": "-391.00;-244.00", "size": "0;0", "children": [{"name": null, "role": "AXLink", "description": "All file types", "role_description": "link", "value": 0, "position": "-391.00;-244.00", "size": "0;0", "children": []}]}, {"name": null, "role": "AXCell", "description": "Any save", "role_description": "cell", "value": 0, "position": "-391.00;-244.00", "size": "0;0", "children": [{"name": null, "role": "AXStaticText", "description": "Any save", "role_description": "text", "value": 0, "position": "-391.00;-244.00", "size": "0;0", "children": []}]}]}, {"name": null, "role": "AXRow", "description": "Optimize imports, , All file types, Any save", "role_description": "row", "value": 0, "position": "-391.00;-244.00", "size": "0;0", "children": [{"name": null, "role": "AXCell", "description": "Optimize imports", "role_description": "cell", "value": 0, "position": "-391.00;-244.00", "size": "0;0", "children": [{"name": null, "role": "AXCheckBox", "description": "Optimize imports", "role_description": "checkbox", "value": 0, "position": "-391.00;-244.00", "size": "0;0", "children": []}]}, {"name": null, "role": "AXCell", "description": "", "role_description": "cell", "value": 0, "position": "-391.00;-244.00", "size": "0;0", "children": [{"name": null, "role": "AXStaticText", "description": "", "role_description": "text", "value": 0, "position": "-391.00;-244.00", "size": "0;0", "children": [{"name": null, "role": "AXStaticText", "description": null, "role_description": "text", "value": null, "position": "-391.00;-244.00", "size": "0;0", "children": []}, {"name": null, "role": "AXTextField", "description": "text/html", "role_description": "text field", "value": "", "position": "-391.00;-244.00", "size": "0;0", "children": [{"name": null, "role": "AXTextField", "description": "text/html", "role_description": "text field", "value": null, "position": "-391.00;-244.00", "size": "0;0", "children": []}]}]}]}, {"name": null, "role": "AXCell", "description": "All file types", "role_description": "cell", "value": 0, "position": "-391.00;-244.00", "size": "0;0", "children": [{"name": null, "role": "AXLink", "description": "All file types", "role_description": "link", "value": 0, "position": "-391.00;-244.00", "size": "0;0", "children": []}]}, {"name": null, "role": "AXCell", "description": "Any save", "role_description": "cell", "value": 0, "position": "-391.00;-244.00", "size": "0;0", "children": [{"name": null, "role": "AXStaticText", "description": "Any save", "role_description": "text", "value": 0, "position": "-391.00;-244.00", "size": "0;0", "children": []}]}]}, {"name": null, "role": "AXRow", "description": "Update copyright notice, No copyright is configured, Any save", "role_description": "row", "value": 0, "position": "-391.00;-244.00", "size": "0;0", "children": [{"name": null, "role": "AXCell", "description": "Update copyright notice", "role_description": "cell", "value": 0, "position": "-391.00;-244.00", "size": "0;0", "children": [{"name": null, "role": "AXStaticText", "description": "Update copyright notice", "role_description": "text", "value": 0, "position": "-391.00;-244.00", "size": "0;0", "children": []}]}, {"name": null, "role": "AXCell", "description": "No copyright is configured", "role_description": "cell", "value": 0, "position": "-391.00;-244.00", "size": "0;0", "children": [{"name": null, "role": "AXStaticText", "description": "No copyright is configured", "role_description": "text", "value": 0, "position": "-391.00;-244.00", "size": "0;0", "children": [{"name": null, "role": "AXStaticText", "description": null, "role_description": "text", "value": null, "position": "-391.00;-244.00", "size": "0;0", "children": []}, {"name": null, "role": "AXTextField", "description": "text/html", "role_description": "text field", "value": "\nNo copyright is configured", "position": "-391.00;-244.00", "size": "0;0", "children": [{"name": null, "role": "AXTextField", "description": "text/html", "role_description": "text field", "value": null, "position": "-391.00;-244.00", "size": "0;0", "children": []}, {"name": null, "role": "AXTextField", "description": "text/html", "role_description": "text field", "value": null, "position": "-391.00;-244.00", "size": "0;0", "children": []}, {"name": null, "role": "AXTextField", "description": "text/html", "role_description": "text field", "value": null, "position": "-391.00;-244.00", "size": "0;0", "children": []}]}]}]}, {"name": null, "role": "AXCell", "description": "Any save", "role_description": "cell", "value": 0, "position": "-391.00;-244.00", "size": "0;0", "children": [{"name": null, "role": "AXStaticText", "description": "Any save", "role_description": "text", "value": 0, "position": "-391.00;-244.00", "size": "0;0", "children": []}]}]}, {"name": null, "role": "AXRow", "description": "Run Black, Black formatter package is not installed on the current interpreter, Any save", "role_description": "row", "value": 0, "position": "-391.00;-244.00", "size": "0;0", "children": [{"name": null, "role": "AXCell", "description": "Run Black", "role_description": "cell", "value": 0, "position": "-391.00;-244.00", "size": "0;0", "children": [{"name": null, "role": "AXStaticText", "description": "Run Black", "role_description": "text", "value": 0, "position": "-391.00;-244.00", "size": "0;0", "children": []}]}, {"name": null, "role": "AXCell", "description": "Black formatter package is not installed on the current interpreter", "role_description": "cell", "value": 0, "position": "-391.00;-244.00", "size": "0;0", "children": [{"name": null, "role": "AXStaticText", "description": "Black formatter package is not installed on the current interpreter", "role_description": "text", "value": 0, "position": "-391.00;-244.00", "size": "0;0", "children": [{"name": null, "role": "AXImage", "description": null, "role_description": "image", "value": null, "position": "-391.00;-244.00", "size": "0;0", "children": []}, {"name": null, "role": "AXTextField", "description": "text/html", "role_description": "text field", "value": "\nBlack formatter package is not installed on the current interpreter", "position": "-391.00;-244.00", "size": "0;0", "children": [{"name": null, "role": "AXTextField", "description": "text/html", "role_description": "text field", "value": null, "position": "-391.00;-244.00", "size": "0;0", "children": []}, {"name": null, "role": "AXTextField", "description": "text/html", "role_description": "text field", "value": null, "position": "-391.00;-244.00", "size": "0;0", "children": []}, {"name": null, "role": "AXTextField", "description": "text/html", "role_description": "text field", "value": null, "position": "-391.00;-244.00", "size": "0;0", "children": []}]}]}]}, {"name": null, "role": "AXCell", "description": "Any save", "role_description": "cell", "value": 0, "position": "-391.00;-244.00", "size": "0;0", "children": [{"name": null, "role": "AXStaticText", "description": "Any save", "role_description": "text", "value": 0, "position": "-391.00;-244.00", "size": "0;0", "children": []}]}]}]}, {"name": null, "role": "AXScrollBar", "description": null, "role_description": "scroll bar", "value": 0, "position": "-391.00;-244.00", "size": "0;0", "children": []}, {"name": null, "role": "AXScrollBar", "description": null, "role_description": "scroll bar", "value": 0, "position": "-391.00;-244.00", "size": "0;0", "children": []}, {"name": null, "role": "AXStaticText", "description": "Action", "role_description": "text", "value": "Action", "position": "-391.00;-244.00", "size": "516;0", "children": []}, {"name": null, "role": "AXStaticText", "description": "Activated On", "role_description": "text", "value": "Activated On", "position": "-391.00;-244.00", "size": "161;0", "children": []}]}, {"name": null, "role": "AXLink", "description": "Configure autosave options…", "role_description": "link", "value": null, "position": "-391.00;-244.00", "size": "679;17", "children": []}, {"name": null, "role": "AXScrollArea", "description": null, "role_description": "scroll area", "value": 0, "position": "-391.00;-244.00", "size": "677;270", "children": [{"name": null, "role": "AXTable", "description": "table", "role_description": "table", "value": 0, "position": "-391.00;-244.00", "size": "677;245", "children": [{"name": null, "role": "AXRow", "description": null, "role_description": "row", "value": 0, "position": "-391.00;-244.00", "size": "677;28", "children": [{"name": null, "role": "AXCell", "description": null, "role_description": "cell", "value": 1, "position": "-391.00;-244.00", "size": "28;28", "children": [{"name": null, "role": "AXCheckBox", "description": null, "role_description": "checkbox", "value": 1, "position": "-391.00;-244.00", "size": "28;28", "children": []}]}, {"name": null, "role": "AXCell", "description": "Chrome", "role_description": "cell", "value": 0, "position": "-391.00;-244.00", "size": "216;28", "children": [{"name": null, "role": "AXStaticText", "description": "Chrome", "role_description": "text", "value": 0, "position": "-391.00;-244.00", "size": "216;28", "children": []}]}, {"name": null, "role": "AXCell", "description": "Chrome", "role_description": "cell", "value": 0, "position": "-391.00;-244.00", "size": "217;28", "children": [{"name": null, "role": "AXStaticText", "description": "Chrome", "role_description": "text", "value": 0, "position": "-391.00;-244.00", "size": "217;28", "children": []}]}, {"name": null, "role": "AXCell", "description": "Google Chrome", "role_description": "cell", "value": 0, "position": "-391.00;-244.00", "size": "216;28", "children": [{"name": null, "role": "AXStaticText", "description": "Google Chrome", "role_description": "text", "value": 0, "position": "-391.00;-244.00", "size": "216;28", "children": []}]}]}, {"name": null, "role": "AXRow", "description": null, "role_description": "row", "value": 0, "position": "-391.00;-244.00", "size": "677;28", "children": [{"name": null, "role": "AXCell", "description": null, "role_description": "cell", "value": 1, "position": "-391.00;-244.00", "size": "28;28", "children": [{"name": null, "role": "AXCheckBox", "description": null, "role_description": "checkbox", "value": 1, "position": "-391.00;-244.00", "size": "28;28", "children": []}]}, {"name": null, "role": "AXCell", "description": "Firefox", "role_description": "cell", "value": 0, "position": "-391.00;-244.00", "size": "216;28", "children": [{"name": null, "role": "AXStaticText", "description": "Firefox", "role_description": "text", "value": 0, "position": "-391.00;-244.00", "size": "216;28", "children": []}]}, {"name": null, "role": "AXCell", "description": "Firefox", "role_description": "cell", "value": 0, "position": "-391.00;-244.00", "size": "217;28", "children": [{"name": null, "role": "AXStaticText", "description": "Firefox", "role_description": "text", "value": 0, "position": "-391.00;-244.00", "size": "217;28", "children": []}]}, {"name": null, "role": "AXCell", "description": "Firefox", "role_description": "cell", "value": 0, "position": "-391.00;-244.00", "size": "216;28", "children": [{"name": null, "role": "AXStaticText", "description": "Firefox", "role_description": "text", "value": 0, "position": "-391.00;-244.00", "size": "216;28", "children": []}]}]}, {"name": null, "role": "AXRow", "description": null, "role_description": "row", "value": 0, "position": "-391.00;-244.00", "size": "677;28", "children": [{"name": null, "role": "AXCell", "description": null, "role_description": "cell", "value": 1, "position": "-391.00;-244.00", "size": "28;28", "children": [{"name": null, "role": "AXCheckBox", "description": null, "role_description": "checkbox", "value": 1, "position": "-391.00;-244.00", "size": "28;28", "children": []}]}, {"name": null, "role": "AXCell", "description": "Safari", "role_description": "cell", "value": 0, "position": "-391.00;-244.00", "size": "216;28", "children": [{"name": null, "role": "AXStaticText", "description": "Safari", "role_description": "text", "value": 0, "position": "-391.00;-244.00", "size": "216;28", "children": []}]}, {"name": null, "role": "AXCell", "description": "Safari", "role_description": "cell", "value": 0, "position": "-391.00;-244.00", "size": "217;28", "children": [{"name": null, "role": "AXStaticText", "description": "Safari", "role_description": "text", "value": 0, "position": "-391.00;-244.00", "size": "217;28", "children": []}]}, {"name": null, "role": "AXCell", "description": "Safari", "role_description": "cell", "value": 0, "position": "-391.00;-244.00", "size": "216;28", "children": [{"name": null, "role": "AXStaticText", "description": "Safari", "role_description": "text", "value": 0, "position": "-391.00;-244.00", "size": "216;28", "children": []}]}]}, {"name": null, "role": "AXRow", "description": null, "role_description": "row", "value": 0, "position": "-391.00;-244.00", "size": "677;28", "children": [{"name": null, "role": "AXCell", "description": null, "role_description": "cell", "value": 0, "position": "-391.00;-244.00", "size": "28;28", "children": [{"name": null, "role": "AXCheckBox", "description": null, "role_description": "checkbox", "value": 0, "position": "-391.00;-244.00", "size": "28;28", "children": []}]}, {"name": null, "role": "AXCell", "description": "Opera", "role_description": "cell", "value": 0, "position": "-391.00;-244.00", "size": "216;28", "children": [{"name": null, "role": "AXStaticText", "description": "Opera", "role_description": "text", "value": 0, "position": "-391.00;-244.00", "size": "216;28", "children": []}]}, {"name": null, "role": "AXCell", "description": "Chrome", "role_description": "cell", "value": 0, "position": "-391.00;-244.00", "size": "217;28", "children": [{"name": null, "role": "AXStaticText", "description": "Chrome", "role_description": "text", "value": 0, "position": "-391.00;-244.00", "size": "217;28", "children": []}]}, {"name": null, "role": "AXCell", "description": "Opera", "role_description": "cell", "value": 0, "position": "-391.00;-244.00", "size": "216;28", "children": [{"name": null, "role": "AXStaticText", "description": "Opera", "role_description": "text", "value": 0, "position": "-391.00;-244.00", "size": "216;28", "children": []}]}]}, {"name": null, "role": "AXRow", "description": null, "role_description": "row", "value": 0, "position": "-391.00;-244.00", "size": "677;28", "children": [{"name": null, "role": "AXCell", "description": null, "role_description": "cell", "value": 0, "position": "-391.00;-244.00", "size": "28;28", "children": [{"name": null, "role": "AXCheckBox", "description": null, "role_description": "checkbox", "value": 0, "position": "-391.00;-244.00", "size": "28;28", "children": []}]}, {"name": null, "role": "AXCell", "description": "Internet Explorer", "role_description": "cell", "value": 0, "position": "-391.00;-244.00", "size": "216;28", "children": [{"name": null, "role": "AXStaticText", "description": "Internet Explorer", "role_description": "text", "value": 0, "position": "-391.00;-244.00", "size": "216;28", "children": []}]}, {"name": null, "role": "AXCell", "description": "Internet Explorer", "role_description": "cell", "value": 0, "position": "-391.00;-244.00", "size": "217;28", "children": [{"name": null, "role": "AXStaticText", "description": "Internet Explorer", "role_description": "text", "value": 0, "position": "-391.00;-244.00", "size": "217;28", "children": []}]}, {"name": null, "role": "AXCell", "description": null, "role_description": "cell", "value": 0, "position": "-391.00;-244.00", "size": "216;28", "children": [{"name": null, "role": "AXStaticText", "description": null, "role_description": "text", "value": 0, "position": "-391.00;-244.00", "size": "216;28", "children": []}]}]}, {"name": null, "role": "AXRow", "description": null, "role_description": "row", "value": 0, "position": "-391.00;-244.00", "size": "677;28", "children": [{"name": null, "role": "AXCell", "description": null, "role_description": "cell", "value": 0, "position": "-391.00;-244.00", "size": "28;28", "children": [{"name": null, "role": "AXCheckBox", "description": null, "role_description": "checkbox", "value": 0, "position": "-391.00;-244.00", "size": "28;28", "children": []}]}, {"name": null, "role": "AXCell", "description": "Edge", "role_description": "cell", "value": 0, "position": "-391.00;-244.00", "size": "216;28", "children": [{"name": null, "role": "AXStaticText", "description": "Edge", "role_description": "text", "value": 0, "position": "-391.00;-244.00", "size": "216;28", "children": []}]}, {"name": null, "role": "AXCell", "description": "Chrome", "role_description": "cell", "value": 0, "position": "-391.00;-244.00", "size": "217;28", "children": [{"name": null, "role": "AXStaticText", "description": "Chrome", "role_description": "text", "value": 0, "position": "-391.00;-244.00", "size": "217;28", "children": []}]}, {"name": null, "role": "AXCell", "description": "Microsoft Edge", "role_description": "cell", "value": 0, "position": "-391.00;-244.00", "size": "216;28", "children": [{"name": null, "role": "AXStaticText", "description": "Microsoft Edge", "role_description": "text", "value": 0, "position": "-391.00;-244.00", "size": "216;28", "children": []}]}]}]}, {"name": null, "role": "AXScrollBar", "description": null, "role_description": "scroll bar", "value": 0, "position": "-391.00;-244.00", "size": "0;0", "children": []}, {"name": null, "role": "AXScrollBar", "description": null, "role_description": "scroll bar", "value": 0, "position": "-391.00;-244.00", "size": "0;0", "children": []}, {"name": null, "role": "AXStaticText", "description": "", "role_description": "text", "value": "", "position": "-391.00;-244.00", "size": "28;0", "children": []}, {"name": null, "role": "AXStaticText", "description": "Name", "role_description": "text", "value": "Name", "position": "-391.00;-244.00", "size": "216;0", "children": []}, {"name": null, "role": "AXStaticText", "description": "Family", "role_description": "text", "value": "Family", "position": "-391.00;-244.00", "size": "217;0", "children": []}, {"name": null, "role": "AXStaticText", "description": "Path", "role_description": "text", "value": "Path", "position": "-391.00;-244.00", "size": "216;0", "children": []}]}, {"name": null, "role": "AXGroup", "description": "Action Toolbar", "role_description": "group", "value": 0, "position": "-391.00;-244.00", "size": "677;24", "children": [{"name": null, "role": "AXButton", "description": "Add", "role_description": "button", "value": null, "position": "-391.00;-244.00", "size": "26;24", "children": []}, {"name": null, "role": "AXButton", "description": "Remove", "role_description": "button", "value": null, "position": "-391.00;-244.00", "size": "26;24", "children": []}, {"name": null, "role": "AXButton", "description": "Edit", "role_description": "button", "value": null, "position": "-391.00;-244.00", "size": "26;24", "children": []}, {"name": null, "role": "AXButton", "description": "Up", "role_description": "button", "value": null, "position": "-391.00;-244.00", "size": "26;24", "children": []}, {"name": null, "role": "AXButton", "description": "Down", "role_description": "button", "value": null, "position": "-391.00;-244.00", "size": "26;24", "children": []}, {"name": null, "role": "AXButton", "description": "Copy", "role_description": "button", "value": null, "position": "-391.00;-244.00", "size": "26;24", "children": []}]}, {"name": null, "role": "AXStaticText", "description": "Default Browser:", "role_description": "text", "value": "Default Browser:", "position": "-391.00;-244.00", "size": "102;17", "children": []}, {"name": null, "role": "AXPopUpButton", "description": "Default Browser:", "role_description": "pop up button", "value": "System default", "position": "-391.00;-244.00", "size": "158;34", "children": [{"name": null, "role": "AXPopUpButton", "description": null, "role_description": "pop up button", "value": null, "position": "-391.00;-244.00", "size": "0;0", "children": [{"name": null, "role": "AXMenuItem", "description": null, "role_description": "menu item", "value": null, "position": "-391.00;-244.00", "size": "0;0", "children": [{"name": null, "role": "AXList", "description": "list", "role_description": "list", "value": 0, "position": "-391.00;-244.00", "size": "0;0", "children": [{"name": null, "role": "AXRow", "description": "System default", "role_description": "row", "value": 0, "position": "-391.00;-244.00", "size": "0;24", "children": [{"name": null, "role": "AXStaticText", "description": "System default", "role_description": "text", "value": 0, "position": "-391.00;-244.00", "size": "0;24", "children": []}]}, {"name": null, "role": "AXRow", "description": "First listed", "role_description": "row", "value": 0, "position": "-391.00;-244.00", "size": "0;24", "children": [{"name": null, "role": "AXStaticText", "description": "First listed", "role_description": "text", "value": 0, "position": "-391.00;-244.00", "size": "0;24", "children": []}]}, {"name": null, "role": "AXRow", "description": "Custom path", "role_description": "row", "value": 0, "position": "-391.00;-244.00", "size": "0;24", "children": [{"name": null, "role": "AXStaticText", "description": "Custom path", "role_description": "text", "value": 0, "position": "-391.00;-244.00", "size": "0;24", "children": []}]}]}, {"name": null, "role": "AXScrollBar", "description": null, "role_description": "scroll bar", "value": 0, "position": "-391.00;-244.00", "size": "0;0", "children": []}]}]}]}, {"name": null, "role": "AXTextField", "description": null, "role_description": "text field", "value": "", "position": "-391.00;-244.00", "size": "409;34", "children": []}, {"name": null, "role": "AXStaticText", "description": "Show browser popup in the editor", "role_description": "text", "value": "Show browser popup in the editor", "position": "-391.00;-244.00", "size": "209;17", "children": []}, {"name": null, "role": "AXCheckBox", "description": "For HTML files", "role_description": "checkbox", "value": 1, "position": "-391.00;-244.00", "size": "118;25", "children": []}, {"name": null, "role": "AXCheckBox", "description": "For XML files", "role_description": "checkbox", "value": 0, "position": "-391.00;-244.00", "size": "108;25", "children": []}, {"name": null, "role": "AXStaticText", "description": "Reload behavior", "role_description": "text", "value": "Reload behavior", "position": "-391.00;-244.00", "size": "99;17", "children": []}, {"name": null, "role": "AXStaticText", "description": "Reload page in browser:", "role_description": "text", "value": "Reload page in browser:", "position": "-391.00;-244.00", "size": "149;17", "children": []}, {"name": null, "role": "AXPopUpButton", "description": "Reload page in browser:", "role_description": "pop up button", "value": "On Save", "position": "-391.00;-244.00", "size": "134;34", "children": [{"name": null, "role": "AXPopUpButton", "description": null, "role_description": "pop up button", "value": null, "position": "-391.00;-244.00", "size": "0;0", "children": [{"name": null, "role": "AXMenuItem", "description": null, "role_description": "menu item", "value": null, "position": "-391.00;-244.00", "size": "0;0", "children": [{"name": null, "role": "AXList", "description": "list", "role_description": "list", "value": 0, "position": "-391.00;-244.00", "size": "0;0", "children": [{"name": null, "role": "AXRow", "description": "Disabled", "role_description": "row", "value": 0, "position": "-391.00;-244.00", "size": "0;24", "children": [{"name": null, "role": "AXStaticText", "description": "Disabled", "role_description": "text", "value": 0, "position": "-391.00;-244.00", "size": "0;24", "children": []}]}, {"name": null, "role": "AXRow", "description": "On Save", "role_description": "row", "value": 0, "position": "-391.00;-244.00", "size": "0;24", "children": [{"name": null, "role": "AXStaticText", "description": "On Save", "role_description": "text", "value": 0, "position": "-391.00;-244.00", "size": "0;24", "children": []}]}, {"name": null, "role": "AXRow", "description": "On Change", "role_description": "row", "value": 0, "position": "-391.00;-244.00", "size": "0;24", "children": [{"name": null, "role": "AXStaticText", "description": "On Change", "role_description": "text", "value": 0, "position": "-391.00;-244.00", "size": "0;24", "children": []}]}]}, {"name": null, "role": "AXScrollBar", "description": null, "role_description": "scroll bar", "value": 24, "position": "-391.00;-244.00", "size": "0;0", "children": []}]}]}]}, {"name": null, "role": "AXStaticText", "description": "Reload page in built-in preview:", "role_description": "text", "value": "Reload page in built-in preview:", "position": "-391.00;-244.00", "size": "194;17", "children": []}, {"name": null, "role": "AXPopUpButton", "description": "Reload page in built-in preview:", "role_description": "pop up button", "value": "On Save", "position": "-391.00;-244.00", "size": "134;34", "children": [{"name": null, "role": "AXPopUpButton", "description": null, "role_description": "pop up button", "value": null, "position": "-391.00;-244.00", "size": "0;0", "children": [{"name": null, "role": "AXMenuItem", "description": null, "role_description": "menu item", "value": null, "position": "-391.00;-244.00", "size": "0;0", "children": [{"name": null, "role": "AXList", "description": "list", "role_description": "list", "value": 0, "position": "-391.00;-244.00", "size": "0;0", "children": [{"name": null, "role": "AXRow", "description": "Disabled", "role_description": "row", "value": 0, "position": "-391.00;-244.00", "size": "0;24", "children": [{"name": null, "role": "AXStaticText", "description": "Disabled", "role_description": "text", "value": 0, "position": "-391.00;-244.00", "size": "0;24", "children": []}]}, {"name": null, "role": "AXRow", "description": "On Save", "role_description": "row", "value": 0, "position": "-391.00;-244.00", "size": "0;24", "children": [{"name": null, "role": "AXStaticText", "description": "On Save", "role_description": "text", "value": 0, "position": "-391.00;-244.00", "size": "0;24", "children": []}]}, {"name": null, "role": "AXRow", "description": "On Change", "role_description": "row", "value": 0, "position": "-391.00;-244.00", "size": "0;24", "children": [{"name": null, "role": "AXStaticText", "description": "On Change", "role_description": "text", "value": 0, "position": "-391.00;-244.00", "size": "0;24", "children": []}]}]}, {"name": null, "role": "AXScrollBar", "description": null, "role_description": "scroll bar", "value": 24, "position": "-391.00;-244.00", "size": "0;0", "children": []}]}]}]}, {"name": null, "role": "AXScrollArea", "description": null, "role_description": "scroll area", "value": 0, "position": "-391.00;-244.00", "size": "677;546", "children": [{"name": null, "role": "AXOutline", "description": "tree", "role_description": "outline", "value": 0, "position": "-391.00;-244.00", "size": "677;546", "children": []}, {"name": null, "role": "AXScrollBar", "description": null, "role_description": "scroll bar", "value": 0, "position": "-391.00;-244.00", "size": "0;0", "children": []}, {"name": null, "role": "AXScrollBar", "description": null, "role_description": "scroll bar", "value": 0, "position": "-391.00;-244.00", "size": "0;0", "children": []}]}, {"name": null, "role": "AXGroup", "description": "Action Toolbar", "role_description": "group", "value": 0, "position": "-391.00;-244.00", "size": "677;24", "children": [{"name": null, "role": "AXButton", "description": "Add", "role_description": "button", "value": null, "position": "-391.00;-244.00", "size": "26;24", "children": []}, {"name": null, "role": "AXButton", "description": "Remove", "role_description": "button", "value": null, "position": "-391.00;-244.00", "size": "26;24", "children": []}, {"name": null, "role": "AXButton", "description": "Edit", "role_description": "button", "value": null, "position": "-391.00;-244.00", "size": "26;24", "children": []}, {"name": null, "role": "AXButton", "description": "Up", "role_description": "button", "value": null, "position": "-391.00;-244.00", "size": "26;24", "children": []}, {"name": null, "role": "AXButton", "description": "Down", "role_description": "button", "value": null, "position": "-391.00;-244.00", "size": "26;24", "children": []}, {"name": null, "role": "AXButton", "description": "Copy", "role_description": "button", "value": null, "position": "-391.00;-244.00", "size": "26;24", "children": []}]}, {"name": null, "role": "AXScrollArea", "description": null, "role_description": "scroll area", "value": 0, "position": "-391.00;-244.00", "size": "711;600", "children": [{"name": null, "role": "AXScrollBar", "description": null, "role_description": "scroll bar", "value": 0, "position": "-391.00;-244.00", "size": "14;600", "children": []}, {"name": null, "role": "AXScrollBar", "description": null, "role_description": "scroll bar", "value": 0, "position": "-391.00;-244.00", "size": "0;0", "children": []}, {"name": null, "role": "AXStaticText", "description": "Start directory:", "role_description": "text", "value": "Start directory:", "position": "-391.00;-244.00", "size": "93;17", "children": []}, {"name": null, "role": "AXTextField", "description": null, "role_description": "text field", "value": "/Users/[username]/Code/test", "position": "-391.00;-244.00", "size": "509;34", "children": []}, {"name": null, "role": "AXStaticText", "description": "Environment variables:", "role_description": "text", "value": "Environment variables:", "position": "-391.00;-244.00", "size": "140;17", "children": []}, {"name": null, "role": "AXTextField", "description": "Environment variables", "role_description": "text field", "value": "", "position": "-391.00;-244.00", "size": "509;34", "children": []}, {"name": null, "role": "AXStaticText", "description": "Default tab name:", "role_description": "text", "value": "Default tab name:", "position": "-391.00;-244.00", "size": "109;17", "children": []}, {"name": null, "role": "AXTextField", "description": "Default tab name:", "role_description": "text field", "value": "Local", "position": "-391.00;-244.00", "size": "540;34", "children": []}, {"name": null, "role": "AXStaticText", "description": "Shell path:", "role_description": "text", "value": "Shell path:", "position": "-391.00;-244.00", "size": "65;17", "children": []}, {"name": null, "role": "AXComboBox", "description": null, "role_description": "combo box", "value": null, "position": "-391.00;-244.00", "size": "506;34", "children": [{"name": null, "role": "AXPopUpButton", "description": null, "role_description": "pop up button", "value": null, "position": "-391.00;-244.00", "size": "0;0", "children": [{"name": null, "role": "AXMenuItem", "description": null, "role_description": "menu item", "value": null, "position": "-391.00;-244.00", "size": "0;0", "children": [{"name": null, "role": "AXList", "description": "list", "role_description": "list", "value": 0, "position": "-391.00;-244.00", "size": "0;0", "children": []}, {"name": null, "role": "AXScrollBar", "description": null, "role_description": "scroll bar", "value": 0, "position": "-391.00;-244.00", "size": "0;0", "children": []}]}]}, {"name": null, "role": "AXTextField", "description": null, "role_description": "text field", "value": "/bin/zsh", "position": "-391.00;-244.00", "size": "457;17", "children": []}]}, {"name": null, "role": "AXButton", "description": "", "role_description": "button", "value": null, "position": "-391.00;-244.00", "size": "34;34", "children": []}, {"name": null, "role": "AXCheckBox", "description": "Audible bell", "role_description": "checkbox", "value": 1, "position": "-391.00;-244.00", "size": "100;25", "children": []}, {"name": null, "role": "AXCheckBox", "description": "Close session when it ends", "role_description": "checkbox", "value": 1, "position": "-391.00;-244.00", "size": "195;25", "children": []}, {"name": null, "role": "AXCheckBox", "description": "Mouse reporting", "role_description": "checkbox", "value": 1, "position": "-391.00;-244.00", "size": "129;25", "children": []}, {"name": null, "role": "AXCheckBox", "description": "Copy to clipboard on selection", "role_description": "checkbox", "value": 0, "position": "-391.00;-244.00", "size": "216;25", "children": []}, {"name": null, "role": "AXCheckBox", "description": "Paste on middle mouse button click", "role_description": "checkbox", "value": 1, "position": "-391.00;-244.00", "size": "247;25", "children": []}, {"name": null, "role": "AXCheckBox", "description": "Override IDE shortcuts", "role_description": "checkbox", "value": 1, "position": "-391.00;-244.00", "size": "167;25", "children": []}, {"name": null, "role": "AXLink", "description": "Configure terminal keybindings", "role_description": "link", "value": null, "position": "-391.00;-244.00", "size": "164;14", "children": []}, {"name": null, "role": "AXCheckBox", "description": "Shell integration", "role_description": "checkbox", "value": 1, "position": "-391.00;-244.00", "size": "128;25", "children": []}, {"name": null, "role": "AXCheckBox", "description": "Activate virtualenv", "role_description": "checkbox", "value": 1, "position": "-391.00;-244.00", "size": "143;25", "children": []}, {"name": null, "role": "AXCheckBox", "description": "Highlight hyperlinks", "role_description": "checkbox", "value": 1, "position": "-391.00;-244.00", "size": "149;25", "children": []}, {"name": null, "role": "AXStaticText", "description": "Cursor shape:", "role_description": "text", "value": "Cursor shape:", "position": "-391.00;-244.00", "size": "86;17", "children": []}, {"name": null, "role": "AXPopUpButton", "description": null, "role_description": "pop up button", "value": "Block", "position": "-391.00;-244.00", "size": "124;34", "children": [{"name": null, "role": "AXPopUpButton", "description": null, "role_description": "pop up button", "value": null, "position": "-391.00;-244.00", "size": "0;0", "children": [{"name": null, "role": "AXMenuItem", "description": null, "role_description": "menu item", "value": null, "position": "-391.00;-244.00", "size": "0;0", "children": [{"name": null, "role": "AXList", "description": "list", "role_description": "list", "value": 0, "position": "-391.00;-244.00", "size": "0;0", "children": [{"name": null, "role": "AXRow", "description": "Block", "role_description": "row", "value": 0, "position": "-391.00;-244.00", "size": "0;24", "children": [{"name": null, "role": "AXStaticText", "description": "Block", "role_description": "text", "value": 0, "position": "-391.00;-244.00", "size": "0;24", "children": []}]}, {"name": null, "role": "AXRow", "description": "Underline", "role_description": "row", "value": 0, "position": "-391.00;-244.00", "size": "0;24", "children": [{"name": null, "role": "AXStaticText", "description": "Underline", "role_description": "text", "value": 0, "position": "-391.00;-244.00", "size": "0;24", "children": []}]}, {"name": null, "role": "AXRow", "description": "Vertical", "role_description": "row", "value": 0, "position": "-391.00;-244.00", "size": "0;24", "children": [{"name": null, "role": "AXStaticText", "description": "Vertical", "role_description": "text", "value": 0, "position": "-391.00;-244.00", "size": "0;24", "children": []}]}]}, {"name": null, "role": "AXScrollBar", "description": null, "role_description": "scroll bar", "value": 0, "position": "-391.00;-244.00", "size": "0;0", "children": []}]}]}]}, {"name": null, "role": "AXCheckBox", "description": "Use Option as Meta key", "role_description": "checkbox", "value": 0, "position": "-391.00;-244.00", "size": "175;25", "children": []}, {"name": null, "role": "AXImage", "description": "", "role_description": "image", "value": null, "position": "-391.00;-244.00", "size": "32;15", "children": []}, {"name": null, "role": "AXCheckBox", "description": "Enable New Terminal", "role_description": "checkbox", "value": 0, "position": "-391.00;-244.00", "size": "158;25", "children": []}, {"name": null, "role": "AXStaticText", "description": "Prompt style:", "role_description": "text", "value": "Prompt style:", "position": "-391.00;-244.00", "size": "81;17", "children": []}, {"name": null, "role": "AXRadioButton", "description": "IDE single-line prompt", "role_description": "radio button", "value": 0, "position": "-391.00;-244.00", "size": "164;25", "children": []}, {"name": null, "role": "AXRadioButton", "description": "IDE double-line prompt", "role_description": "radio button", "value": 1, "position": "-391.00;-244.00", "size": "170;25", "children": []}, {"name": null, "role": "AXRadioButton", "description": "Shell prompt (PS1)", "role_description": "radio button", "value": 0, "position": "-391.00;-244.00", "size": "141;25", "children": []}, {"name": null, "role": "AXImage", "description": null, "role_description": "image", "value": null, "position": "-391.00;-244.00", "size": "22;16", "children": []}]}, {"name": null, "role": "AXScrollArea", "description": null, "role_description": "scroll area", "value": 0, "position": "-391.00;-244.00", "size": "711;600", "children": [{"name": null, "role": "AXScrollBar", "description": null, "role_description": "scroll bar", "value": 0, "position": "-391.00;-244.00", "size": "0;0", "children": []}, {"name": null, "role": "AXScrollBar", "description": null, "role_description": "scroll bar", "value": 0, "position": "-391.00;-244.00", "size": "0;0", "children": []}, {"name": null, "role": "AXStaticText", "description": "Execution mode:", "role_description": "text", "value": "Execution mode:", "position": "-391.00;-244.00", "size": "102;17", "children": []}, {"name": null, "role": "AXPopUpButton", "description": "Execution mode:", "role_description": "pop up button", "value": "Package", "position": "-391.00;-244.00", "size": "118;34", "children": [{"name": null, "role": "AXPopUpButton", "description": null, "role_description": "pop up button", "value": null, "position": "-391.00;-244.00", "size": "0;0", "children": [{"name": null, "role": "AXMenuItem", "description": null, "role_description": "menu item", "value": null, "position": "-391.00;-244.00", "size": "0;0", "children": [{"name": null, "role": "AXList", "description": "list", "role_description": "list", "value": 0, "position": "-391.00;-244.00", "size": "0;0", "children": [{"name": null, "role": "AXRow", "description": "Binary", "role_description": "row", "value": 0, "position": "-391.00;-244.00", "size": "0;24", "children": [{"name": null, "role": "AXStaticText", "description": "Binary", "role_description": "text", "value": 0, "position": "-391.00;-244.00", "size": "0;24", "children": []}]}, {"name": null, "role": "AXRow", "description": "Package", "role_description": "row", "value": 0, "position": "-391.00;-244.00", "size": "0;24", "children": [{"name": null, "role": "AXStaticText", "description": "Package", "role_description": "text", "value": 0, "position": "-391.00;-244.00", "size": "0;24", "children": []}]}]}, {"name": null, "role": "AXScrollBar", "description": null, "role_description": "scroll bar", "value": 24, "position": "-391.00;-244.00", "size": "0;0", "children": []}]}]}]}, {"name": null, "role": "AXImage", "description": "Use either executable or package installed on the project interpreter", "role_description": "image", "value": null, "position": "-391.00;-244.00", "size": "16;16", "children": []}, {"name": null, "role": "AXStaticText", "description": "Package mode is not available for remote SDKs. Please use Binary mode.", "role_description": "text", "value": "Package mode is not available for remote SDKs. Please use Binary mode.", "position": "-391.00;-244.00", "size": "0;0", "children": []}, {"name": null, "role": "AXStaticText", "description": "Black executable:", "role_description": "text", "value": "Black executable:", "position": "-391.00;-244.00", "size": "0;0", "children": []}, {"name": null, "role": "AXTextField", "description": "Black executable:", "role_description": "text field", "value": "", "position": "-391.00;-244.00", "size": "0;0", "children": []}, {"name": null, "role": "AXStaticText", "description": "Python interpreter:", "role_description": "text", "value": "Python interpreter:", "position": "-391.00;-244.00", "size": "116;17", "children": []}, {"name": null, "role": "AXPopUpButton", "description": "Python interpreter:", "role_description": "pop up button", "value": "/Users/[username]/miniconda3 ~/miniconda3/bin/python", "position": "-391.00;-244.00", "size": "563;34", "children": [{"name": null, "role": "AXPopUpButton", "description": null, "role_description": "pop up button", "value": null, "position": "-391.00;-244.00", "size": "0;0", "children": [{"name": null, "role": "AXMenuItem", "description": null, "role_description": "menu item", "value": null, "position": "-391.00;-244.00", "size": "0;0", "children": [{"name": null, "role": "AXList", "description": "list", "role_description": "list", "value": 0, "position": "-391.00;-244.00", "size": "0;0", "children": [{"name": null, "role": "AXRow", "description": "/Users/[username]/miniconda3 ~/miniconda3/bin/python", "role_description": "row", "value": 0, "position": "-391.00;-244.00", "size": "0;24", "children": [{"name": null, "role": "AXStaticText", "description": "/Users/[username]/miniconda3 ~/miniconda3/bin/python", "role_description": "text", "value": 0, "position": "-391.00;-244.00", "size": "0;24", "children": []}]}]}, {"name": null, "role": "AXScrollBar", "description": null, "role_description": "scroll bar", "value": 0, "position": "-391.00;-244.00", "size": "0;0", "children": []}]}]}]}, {"name": null, "role": "AXStaticText", "description": "Black formatter package is not installed on the current interpreter", "role_description": "text", "value": "Black formatter package is not installed on the current interpreter", "position": "-391.00;-244.00", "size": "423;17", "children": []}, {"name": null, "role": "AXButton", "description": "Install Black", "role_description": "button", "value": null, "position": "-391.00;-244.00", "size": "107;34", "children": []}, {"name": null, "role": "AXStaticText", "description": "Use Black formatter:", "role_description": "text", "value": "Use Black formatter:", "position": "-391.00;-244.00", "size": "126;17", "children": []}, {"name": null, "role": "AXCheckBox", "description": "On code reformat", "role_description": "checkbox", "value": 0, "position": "-391.00;-244.00", "size": "137;25", "children": []}, {"name": null, "role": "AXTextField", "description": "text/html", "role_description": "text field", "value": "\n⌥⌘L", "position": "-391.00;-244.00", "size": "388;15", "children": [{"name": null, "role": "AXTextField", "description": "text/html", "role_description": "text field", "value": null, "position": "-391.00;-244.00", "size": "0;0", "children": []}, {"name": null, "role": "AXTextField", "description": "text/html", "role_description": "text field", "value": null, "position": "-391.00;-244.00", "size": "31;15", "children": []}, {"name": null, "role": "AXTextField", "description": "text/html", "role_description": "text field", "value": null, "position": "-391.00;-244.00", "size": "0;15", "children": []}]}, {"name": null, "role": "AXStaticText", "description": "", "role_description": "text", "value": "", "position": "-391.00;-244.00", "size": "0;0", "children": []}, {"name": null, "role": "AXCheckBox", "description": "On save", "role_description": "checkbox", "value": 0, "position": "-391.00;-244.00", "size": "78;25", "children": []}, {"name": null, "role": "AXLink", "description": "All actions on save…", "role_description": "link", "value": null, "position": "-391.00;-244.00", "size": "0;0", "children": []}, {"name": null, "role": "AXStaticText", "description": "Settings:", "role_description": "text", "value": "Settings:", "position": "-391.00;-244.00", "size": "54;17", "children": []}, {"name": null, "role": "AXScrollArea", "description": null, "role_description": "scroll area", "value": 0, "position": "-391.00;-244.00", "size": "543;29", "children": [{"name": null, "role": "AXTextArea", "description": "Editor", "role_description": "text entry area", "value": "", "position": "-391.00;-244.00", "size": "527;17", "children": []}, {"name": null, "role": "AXScrollBar", "description": null, "role_description": "scroll bar", "value": 0, "position": "-391.00;-244.00", "size": "0;0", "children": []}, {"name": null, "role": "AXScrollBar", "description": null, "role_description": "scroll bar", "value": 0, "position": "-391.00;-244.00", "size": "0;0", "children": []}, {"name": null, "role": "AXGroup", "description": "", "role_description": "group", "value": 0, "position": "-391.00;-244.00", "size": "0;0", "children": [{"name": null, "role": "AXImage", "description": "", "role_description": "image", "value": null, "position": "-391.00;-244.00", "size": "0;0", "children": []}]}, {"name": null, "role": "AXStaticText", "description": "", "role_description": "text", "value": "", "position": "-391.00;-244.00", "size": "0;0", "children": []}, {"name": null, "role": "AXGroup", "description": null, "role_description": "group", "value": 0, "position": "-391.00;-244.00", "size": "0;17", "children": []}]}, {"name": null, "role": "AXTextField", "description": "text/html", "role_description": "text field", "value": "\nList command line arguments separated by whitespace. Learn more  Settings from pyproject.toml are applied automatically for Black v21.4.0 and higher.", "position": "-391.00;-244.00", "size": "537;31", "children": [{"name": null, "role": "AXTextField", "description": "text/html", "role_description": "text field", "value": null, "position": "-391.00;-244.00", "size": "0;0", "children": []}, {"name": null, "role": "AXTextField", "description": "text/html", "role_description": "text field", "value": null, "position": "-391.00;-244.00", "size": "320;15", "children": []}, {"name": null, "role": "AXTextField", "description": "text/html", "role_description": "text field", "value": null, "position": "-391.00;-244.00", "size": "64;15", "children": []}, {"name": null, "role": "AXTextField", "description": "text/html", "role_description": "text field", "value": null, "position": "-391.00;-244.00", "size": "472;15", "children": []}, {"name": null, "role": "AXTextField", "description": "text/html", "role_description": "text field", "value": null, "position": "-391.00;-244.00", "size": "0;15", "children": []}]}]}, {"name": null, "role": "AXScrollArea", "description": null, "role_description": "scroll area", "value": 0, "position": "-391.00;-244.00", "size": "711;600", "children": [{"name": null, "role": "AXScrollBar", "description": null, "role_description": "scroll bar", "value": 0, "position": "-391.00;-244.00", "size": "0;0", "children": []}, {"name": null, "role": "AXScrollBar", "description": null, "role_description": "scroll bar", "value": 0, "position": "-391.00;-244.00", "size": "0;0", "children": []}, {"name": null, "role": "AXStaticText", "description": "User name:", "role_description": "text", "value": "User name:", "position": "-391.00;-244.00", "size": "70;17", "children": []}, {"name": null, "role": "AXTextField", "description": "User name:", "role_description": "text field", "value": "[username]", "position": "-391.00;-244.00", "size": "409;34", "children": []}, {"name": null, "role": "AXButton", "description": "Use System Name", "role_description": "button", "value": null, "position": "-391.00;-244.00", "size": "147;34", "children": []}, {"name": null, "role": "AXTextField", "description": "text/html", "role_description": "text field", "value": "\nNew user name will be applied for all new sessions after restart", "position": "-391.00;-244.00", "size": "359;15", "children": [{"name": null, "role": "AXTextField", "description": "text/html", "role_description": "text field", "value": null, "position": "-391.00;-244.00", "size": "0;0", "children": []}, {"name": null, "role": "AXTextField", "description": "text/html", "role_description": "text field", "value": null, "position": "-391.00;-244.00", "size": "359;15", "children": []}, {"name": null, "role": "AXTextField", "description": "text/html", "role_description": "text field", "value": null, "position": "-391.00;-244.00", "size": "0;15", "children": []}]}, {"name": null, "role": "AXTextField", "description": "text/html", "role_description": "text field", "value": "\nChange guests' cursor colors", "position": "-391.00;-244.00", "size": "560;17", "children": [{"name": null, "role": "AXTextField", "description": "text/html", "role_description": "text field", "value": null, "position": "-391.00;-244.00", "size": "0;0", "children": []}, {"name": null, "role": "AXTextField", "description": "text/html", "role_description": "text field", "value": null, "position": "-391.00;-244.00", "size": "179;17", "children": []}, {"name": null, "role": "AXTextField", "description": "text/html", "role_description": "text field", "value": null, "position": "-391.00;-244.00", "size": "0;17", "children": []}]}, {"name": null, "role": "AXStaticText", "description": "Lobby server URL:", "role_description": "text", "value": "Lobby server URL:", "position": "-391.00;-244.00", "size": "113;17", "children": []}, {"name": null, "role": "AXComboBox", "description": "Lobby server URL:", "role_description": "combo box", "value": null, "position": "-391.00;-244.00", "size": "566;34", "children": [{"name": null, "role": "AXPopUpButton", "description": null, "role_description": "pop up button", "value": null, "position": "-391.00;-244.00", "size": "0;0", "children": [{"name": null, "role": "AXMenuItem", "description": null, "role_description": "menu item", "value": null, "position": "-391.00;-244.00", "size": "0;0", "children": [{"name": null, "role": "AXList", "description": "list", "role_description": "list", "value": 0, "position": "-391.00;-244.00", "size": "0;0", "children": [{"name": null, "role": "AXRow", "description": null, "role_description": "row", "value": 0, "position": "-391.00;-244.00", "size": "0;24", "children": [{"name": null, "role": "JavaAxIgnore", "description": null, "role_description": "JavaAxIgnore", "value": 0, "position": "-391.00;-244.00", "size": "0;24", "children": [{"name": null, "role": "AXStaticText", "description": "Use the nearest JetBrains server", "role_description": "text", "value": "Use the nearest JetBrains server", "position": "-391.00;-244.00", "size": "0;0", "children": []}, {"name": null, "role": "AXStaticText", "description": "", "role_description": "text", "value": "", "position": "-391.00;-244.00", "size": "0;0", "children": []}]}]}, {"name": null, "role": "AXRow", "description": null, "role_description": "row", "value": 0, "position": "-391.00;-244.00", "size": "0;24", "children": [{"name": null, "role": "JavaAxIgnore", "description": null, "role_description": "JavaAxIgnore", "value": 0, "position": "-391.00;-244.00", "size": "0;24", "children": [{"name": null, "role": "AXStaticText", "description": "https://code-with-me.global.jetbrains.com", "role_description": "text", "value": "https://code-with-me.global.jetbrains.com", "position": "-391.00;-244.00", "size": "0;0", "children": []}, {"name": null, "role": "AXStaticText", "description": "Main", "role_description": "text", "value": "Main", "position": "-391.00;-244.00", "size": "0;0", "children": []}]}]}, {"name": null, "role": "AXRow", "description": null, "role_description": "row", "value": 0, "position": "-391.00;-244.00", "size": "0;24", "children": [{"name": null, "role": "JavaAxIgnore", "description": null, "role_description": "JavaAxIgnore", "value": 0, "position": "-391.00;-244.00", "size": "0;24", "children": [{"name": null, "role": "AXStaticText", "description": "https://code-with-me.jetbrains.com.cn", "role_description": "text", "value": "https://code-with-me.jetbrains.com.cn", "position": "-391.00;-244.00", "size": "0;0", "children": []}, {"name": null, "role": "AXStaticText", "description": "CHINA", "role_description": "text", "value": "CHINA", "position": "-391.00;-244.00", "size": "0;0", "children": []}]}]}]}, {"name": null, "role": "AXScrollBar", "description": null, "role_description": "scroll bar", "value": 0, "position": "-391.00;-244.00", "size": "0;0", "children": []}]}]}, {"name": null, "role": "AXTextField", "description": null, "role_description": "text field", "value": "Use the nearest JetBrains server", "position": "-391.00;-244.00", "size": "517;17", "children": []}]}, {"name": null, "role": "AXTextField", "description": "text/html", "role_description": "text field", "value": "\nFor better performance, use the nearest JetBrains server. We will use system regional settings to identify the nearest lobby server.", "position": "-391.00;-244.00", "size": "560;30", "children": [{"name": null, "role": "AXTextField", "description": "text/html", "role_description": "text field", "value": null, "position": "-391.00;-244.00", "size": "0;0", "children": []}, {"name": null, "role": "AXTextField", "description": "text/html", "role_description": "text field", "value": null, "position": "-391.00;-244.00", "size": "554;30", "children": []}, {"name": null, "role": "AXTextField", "description": "text/html", "role_description": "text field", "value": null, "position": "-391.00;-244.00", "size": "0;15", "children": []}]}, {"name": null, "role": "AXTextField", "description": "text/html", "role_description": "text field", "value": "\nSet up private on-premise lobby and relay servers Instruction ", "position": "-391.00;-244.00", "size": "560;17", "children": [{"name": null, "role": "AXTextField", "description": "text/html", "role_description": "text field", "value": null, "position": "-391.00;-244.00", "size": "0;0", "children": []}, {"name": null, "role": "AXTextField", "description": "text/html", "role_description": "text field", "value": null, "position": "-391.00;-244.00", "size": "311;17", "children": []}, {"name": null, "role": "AXTextField", "description": "text/html", "role_description": "text field", "value": null, "position": "-391.00;-244.00", "size": "65;17", "children": []}, {"name": null, "role": "AXTextField", "description": "text/html", "role_description": "text field", "value": null, "position": "-391.00;-244.00", "size": "0;17", "children": []}]}, {"name": null, "role": "AXImage", "description": null, "role_description": "image", "value": null, "position": "-391.00;-244.00", "size": "24;24", "children": []}, {"name": null, "role": "AXStaticText", "description": "Code With Me", "role_description": "text", "value": "Code With Me", "position": "-391.00;-244.00", "size": "109;20", "children": []}, {"name": null, "role": "AXTextField", "description": "text/html", "role_description": "text field", "value": "\nWork remotely with your teammates on a shared project. Invite them into your collaborative development session, edit code together, follow each other, and see everyone’s changes appear in real time.  Explore Code With Me ", "position": "-391.00;-244.00", "size": "560;85", "children": [{"name": null, "role": "AXTextField", "description": "text/html", "role_description": "text field", "value": null, "position": "-391.00;-244.00", "size": "0;0", "children": []}, {"name": null, "role": "AXTextField", "description": "text/html", "role_description": "text field", "value": null, "position": "-391.00;-244.00", "size": "508;51", "children": []}, {"name": null, "role": "AXTextField", "description": "text/html", "role_description": "text field", "value": null, "position": "-391.00;-244.00", "size": "137;17", "children": []}, {"name": null, "role": "AXTextField", "description": "text/html", "role_description": "text field", "value": null, "position": "-391.00;-244.00", "size": "0;17", "children": []}]}]}, {"name": null, "role": "AXScrollArea", "description": null, "role_description": "scroll area", "value": 0, "position": "-391.00;-244.00", "size": "711;600", "children": [{"name": null, "role": "AXScrollBar", "description": null, "role_description": "scroll bar", "value": 0, "position": "-391.00;-244.00", "size": "0;0", "children": []}, {"name": null, "role": "AXScrollBar", "description": null, "role_description": "scroll bar", "value": 0, "position": "-391.00;-244.00", "size": "0;0", "children": []}, {"name": null, "role": "AXStaticText", "description": "Diff", "role_description": "text", "value": "Diff", "position": "-391.00;-244.00", "size": "22;17", "children": []}, {"name": null, "role": "AXStaticText", "description": "Context lines:", "role_description": "text", "value": "Context lines:", "position": "-391.00;-244.00", "size": "84;17", "children": []}, {"name": null, "role": "AXSlider", "description": "Context lines:", "role_description": "slider", "value": 2, "position": "-391.00;-244.00", "size": "200;48", "children": []}, {"name": null, "role": "AXCheckBox", "description": "Go to the next file after reaching last change", "role_description": "checkbox", "value": 1, "position": "-391.00;-244.00", "size": "302;25", "children": []}, {"name": null, "role": "AXStaticText", "description": "Merge", "role_description": "text", "value": "Merge", "position": "-391.00;-244.00", "size": "39;17", "children": []}, {"name": null, "role": "AXCheckBox", "description": "Automatically apply non-conflicting changes", "role_description": "checkbox", "value": 0, "position": "-391.00;-244.00", "size": "301;25", "children": []}, {"name": null, "role": "AXCheckBox", "description": "Automatically resolve conflicts in import statements", "role_description": "checkbox", "value": 0, "position": "-391.00;-244.00", "size": "346;25", "children": []}, {"name": null, "role": "AXCheckBox", "description": "Highlight modified lines in gutter", "role_description": "checkbox", "value": 1, "position": "-391.00;-244.00", "size": "227;25", "children": []}]}, {"name": null, "role": "AXScrollArea", "description": null, "role_description": "scroll area", "value": 0, "position": "-391.00;-244.00", "size": "711;600", "children": [{"name": null, "role": "AXScrollBar", "description": null, "role_description": "scroll bar", "value": 0, "position": "-391.00;-244.00", "size": "0;0", "children": []}, {"name": null, "role": "AXScrollBar", "description": null, "role_description": "scroll bar", "value": 0, "position": "-391.00;-244.00", "size": "0;0", "children": []}, {"name": null, "role": "AXCheckBox", "description": "Enable external tools", "role_description": "checkbox", "value": 0, "position": "-391.00;-244.00", "size": "157;25", "children": []}, {"name": null, "role": "AXStaticText", "description": "Configure external tools:", "role_description": "text", "value": "Configure external tools:", "position": "-391.00;-244.00", "size": "151;17", "children": []}, {"name": null, "role": "AXScrollArea", "description": null, "role_description": "scroll area", "value": 0, "position": "-391.00;-244.00", "size": "653;212", "children": [{"name": null, "role": "AXOutline", "description": "Configure external tools:", "role_description": "outline", "value": 0, "position": "-391.00;-244.00", "size": "653;212", "children": []}, {"name": null, "role": "AXScrollBar", "description": null, "role_description": "scroll bar", "value": 0, "position": "-391.00;-244.00", "size": "0;0", "children": []}, {"name": null, "role": "AXScrollBar", "description": null, "role_description": "scroll bar", "value": 0, "position": "-391.00;-244.00", "size": "0;0", "children": []}]}, {"name": null, "role": "AXGroup", "description": "Action Toolbar", "role_description": "group", "value": 0, "position": "-391.00;-244.00", "size": "653;24", "children": [{"name": null, "role": "AXButton", "description": "Add", "role_description": "button", "value": null, "position": "-391.00;-244.00", "size": "26;24", "children": []}, {"name": null, "role": "AXButton", "description": "Remove", "role_description": "button", "value": null, "position": "-391.00;-244.00", "size": "26;24", "children": []}, {"name": null, "role": "AXButton", "description": "Edit", "role_description": "button", "value": null, "position": "-391.00;-244.00", "size": "26;24", "children": []}]}, {"name": null, "role": "AXStaticText", "description": "Configure external diff/merge tools associated with a file type:", "role_description": "text", "value": "Configure external diff/merge tools associated with a file type:", "position": "-391.00;-244.00", "size": "384;17", "children": []}, {"name": null, "role": "AXScrollArea", "description": null, "role_description": "scroll area", "value": 0, "position": "-391.00;-244.00", "size": "653;193", "children": [{"name": null, "role": "AXTable", "description": "Configure external diff/merge tools associated with a file type:", "role_description": "table", "value": 0, "position": "-391.00;-244.00", "size": "653;168", "children": [{"name": null, "role": "AXRow", "description": "Default, Built-in, Built-in", "role_description": "row", "value": 0, "position": "-391.00;-244.00", "size": "650;20", "children": [{"name": null, "role": "AXCell", "description": "Default", "role_description": "cell", "value": 0, "position": "-391.00;-244.00", "size": "217;20", "children": [{"name": null, "role": "AXStaticText", "description": "Default", "role_description": "text", "value": 0, "position": "-391.00;-244.00", "size": "217;20", "children": []}]}, {"name": null, "role": "AXCell", "description": "Built-in", "role_description": "cell", "value": 0, "position": "-391.00;-244.00", "size": "217;20", "children": [{"name": null, "role": "AXStaticText", "description": "Built-in", "role_description": "text", "value": 0, "position": "-391.00;-244.00", "size": "217;20", "children": []}]}, {"name": null, "role": "AXCell", "description": "Built-in", "role_description": "cell", "value": 0, "position": "-391.00;-244.00", "size": "216;20", "children": [{"name": null, "role": "AXStaticText", "description": "Built-in", "role_description": "text", "value": 0, "position": "-391.00;-244.00", "size": "216;20", "children": []}]}]}]}, {"name": null, "role": "AXScrollBar", "description": null, "role_description": "scroll bar", "value": 0, "position": "-391.00;-244.00", "size": "0;0", "children": []}, {"name": null, "role": "AXScrollBar", "description": null, "role_description": "scroll bar", "value": 0, "position": "-391.00;-244.00", "size": "0;0", "children": []}, {"name": null, "role": "AXStaticText", "description": "File Type", "role_description": "text", "value": "File Type", "position": "-391.00;-244.00", "size": "218;0", "children": []}, {"name": null, "role": "AXStaticText", "description": "Diff Tool", "role_description": "text", "value": "Diff Tool", "position": "-391.00;-244.00", "size": "218;0", "children": []}, {"name": null, "role": "AXStaticText", "description": "Merge Tool", "role_description": "text", "value": "Merge Tool", "position": "-391.00;-244.00", "size": "217;0", "children": []}]}, {"name": null, "role": "AXGroup", "description": "Action Toolbar", "role_description": "group", "value": 0, "position": "-391.00;-244.00", "size": "653;24", "children": [{"name": null, "role": "AXButton", "description": "Add", "role_description": "button", "value": null, "position": "-391.00;-244.00", "size": "26;24", "children": []}, {"name": null, "role": "AXButton", "description": "Remove", "role_description": "button", "value": null, "position": "-391.00;-244.00", "size": "26;24", "children": []}]}]}, {"name": null, "role": "AXScrollArea", "description": null, "role_description": "scroll area", "value": 0, "position": "271.00;71.00", "size": "711;600", "children": [{"name": null, "role": "AXScrollBar", "description": null, "role_description": "scroll bar", "value": 0, "position": "-391.00;-244.00", "size": "0;0", "children": []}, {"name": null, "role": "AXScrollBar", "description": null, "role_description": "scroll bar", "value": 0, "position": "-391.00;-244.00", "size": "0;0", "children": []}, {"name": null, "role": "AXTextField", "description": "text/html", "role_description": "text field", "value": "\nConfigure suggestions for actions. It will suggest the following actions in cases where their application can be effective.", "position": "287.00;82.00", "size": "679;34", "children": [{"name": null, "role": "AXTextField", "description": "text/html", "role_description": "text field", "value": null, "position": "287.00;82.00", "size": "0;0", "children": []}, {"name": null, "role": "AXTextField", "description": "text/html", "role_description": "text field", "value": null, "position": "287.00;82.00", "size": "677;34", "children": []}, {"name": null, "role": "AXTextField", "description": "text/html", "role_description": "text field", "value": null, "position": "345.00;112.00", "size": "0;17", "children": []}]}, {"name": null, "role": "AXCheckBox", "description": "Show suggestions for the following actions:", "role_description": "checkbox", "value": 0, "position": "283.00;124.00", "size": "296;25", "children": []}, {"name": null, "role": "AXCheckBox", "description": "Comment with line comments", "role_description": "checkbox", "value": 0, "position": "307.00;153.00", "size": "210;25", "children": []}, {"name": null, "role": "AXCheckBox", "description": "Introduce variables", "role_description": "checkbox", "value": 0, "position": "307.00;182.00", "size": "146;25", "children": []}, {"name": null, "role": "AXCheckBox", "description": "Paste from history", "role_description": "checkbox", "value": 0, "position": "307.00;211.00", "size": "141;25", "children": []}, {"name": null, "role": "AXCheckBox", "description": "Surround with", "role_description": "checkbox", "value": 0, "position": "307.00;240.00", "size": "114;25", "children": []}, {"name": null, "role": "AXCheckBox", "description": "Unwrap", "role_description": "checkbox", "value": 0, "position": "307.00;269.00", "size": "76;25", "children": []}, {"name": null, "role": "AXCheckBox", "description": "File structure", "role_description": "checkbox", "value": 0, "position": "307.00;298.00", "size": "109;25", "children": []}, {"name": null, "role": "AXCheckBox", "description": "Show the completion popup", "role_description": "checkbox", "value": 0, "position": "307.00;327.00", "size": "200;25", "children": []}, {"name": null, "role": "AXCheckBox", "description": "Choose a lookup item and replace", "role_description": "checkbox", "value": 0, "position": "307.00;356.00", "size": "237;25", "children": []}, {"name": null, "role": "AXCheckBox", "description": "Run to cursor", "role_description": "checkbox", "value": 0, "position": "307.00;385.00", "size": "110;25", "children": []}, {"name": null, "role": "AXCheckBox", "description": "Edit a breakpoint", "role_description": "checkbox", "value": 0, "position": "307.00;414.00", "size": "132;25", "children": []}, {"name": null, "role": "AXCheckBox", "description": "Mute breakpoints", "role_description": "checkbox", "value": 0, "position": "307.00;443.00", "size": "136;25", "children": []}]}, {"name": null, "role": "AXScrollArea", "description": null, "role_description": "scroll area", "value": 0, "position": "-391.00;-244.00", "size": "0;0", "children": [{"name": null, "role": "AXStaticText", "description": "", "role_description": "text", "value": "", "position": "-391.00;-244.00", "size": "0;0", "children": []}, {"name": null, "role": "AXScrollBar", "description": null, "role_description": "scroll bar", "value": 0, "position": "-391.00;-244.00", "size": "0;0", "children": []}, {"name": null, "role": "AXScrollBar", "description": null, "role_description": "scroll bar", "value": 0, "position": "-391.00;-244.00", "size": "0;0", "children": []}]}, {"name": null, "role": "AXButton", "description": "Help", "role_description": "button", "value": null, "position": "12.00;680.00", "size": "28;34", "children": []}, {"name": null, "role": "AXStaticText", "description": null, "role_description": "text", "value": null, "position": "50.00;680.00", "size": "0;34", "children": []}, {"name": null, "role": "AXButton", "description": "Cancel", "role_description": "button", "value": null, "position": "724.00;680.00", "size": "78;34", "children": []}, {"name": null, "role": "AXButton", "description": "Apply", "role_description": "button", "value": null, "position": "808.00;680.00", "size": "78;34", "children": []}, {"name": null, "role": "AXButton", "description": "OK", "role_description": "button", "value": null, "position": "892.00;680.00", "size": "78;34", "children": []}, {"name": null, "role": "AXButton", "description": null, "role_description": "close button", "value": null, "position": "7.00;6.00", "size": "14;16", "children": []}, {"name": null, "role": "AXButton", "description": null, "role_description": "zoom button", "value": null, "position": "47.00;6.00", "size": "14;16", "children": [{"name": null, "role": "AXGroup", "description": null, "role_description": "group", "value": null, "position": "47.00;6.00", "size": "14;16", "children": [{"name": null, "role": "AXGroup", "description": null, "role_description": "group", "value": null, "position": "47.00;6.00", "size": "14;16", "children": []}]}]}, {"name": null, "role": "AXButton", "description": null, "role_description": "minimize button", "value": null, "position": "27.00;6.00", "size": "14;16", "children": []}, {"name": null, "role": "AXStaticText", "description": null, "role_description": "text", "value": "Settings", "position": "461.00;5.00", "size": "59;16", "children": []}]}